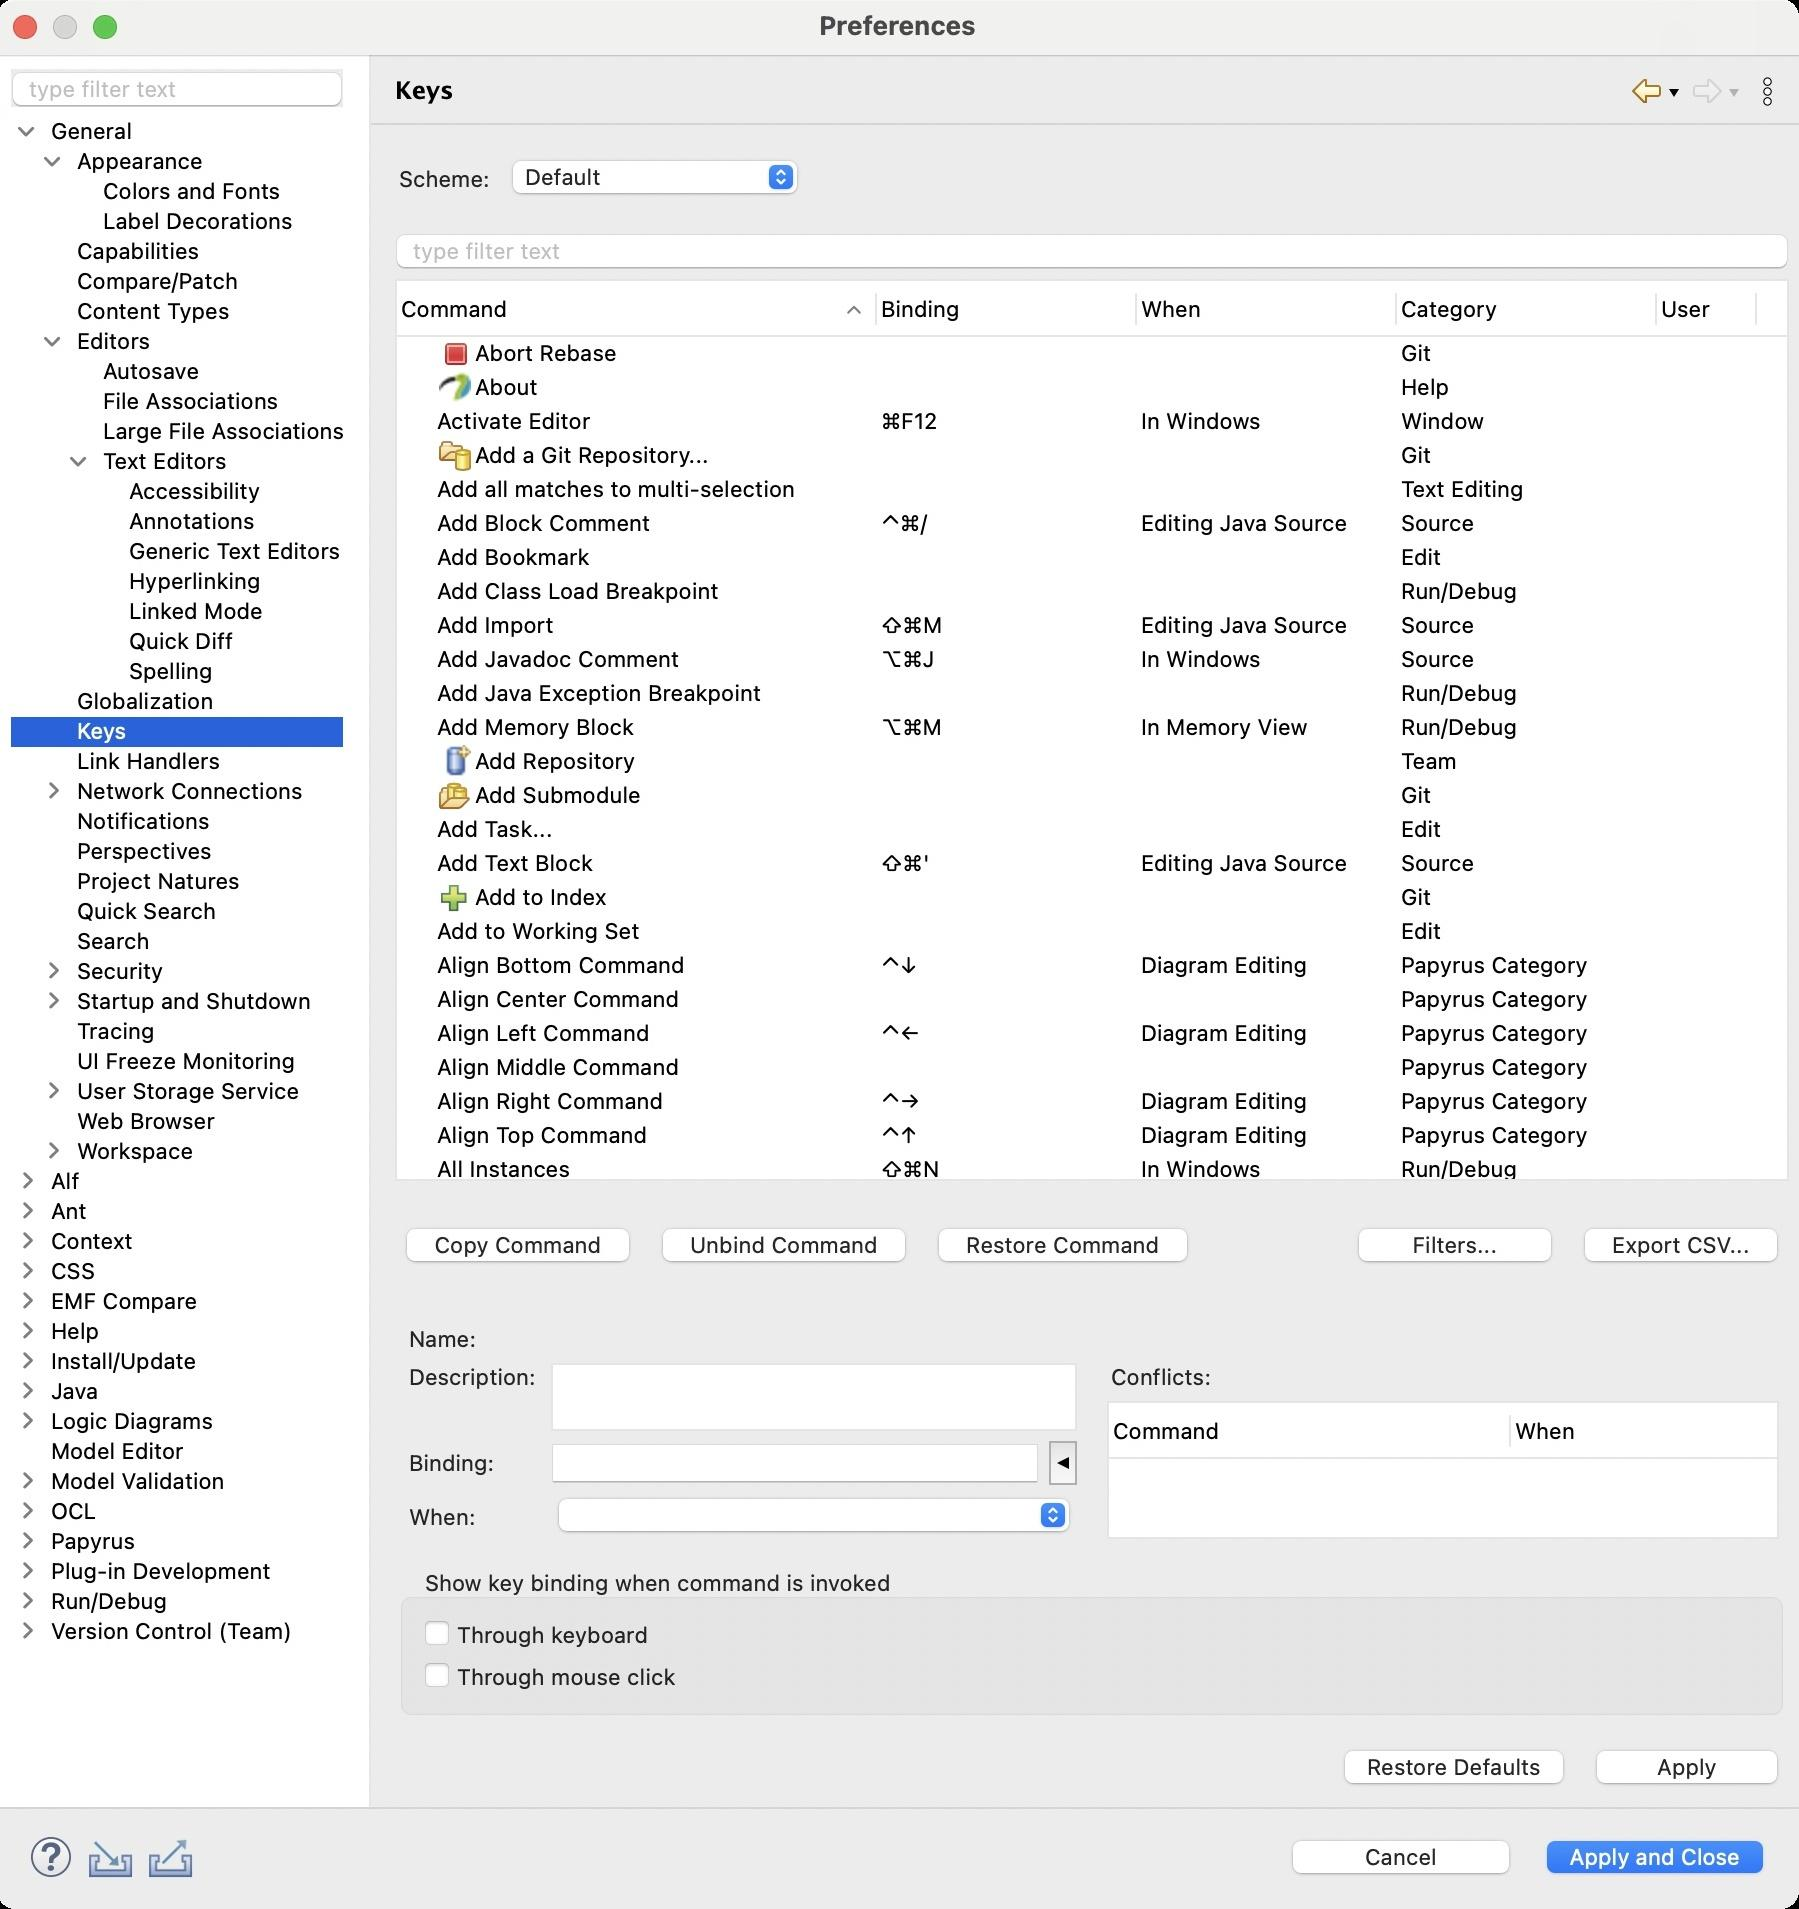
Accessibility tree:
{"name": "Preferences", "role": "AXWindow", "description": null, "role_description": "standard window", "value": null, "position": "480.00;95.00", "size": "901;955", "children": [{"name": "Apply_and_Close", "role": "AXButton", "description": null, "role_description": "button", "value": null, "position": "769.00;917.00", "size": "120;27", "children": []}, {"name": "Cancel", "role": "AXButton", "description": null, "role_description": "button", "value": null, "position": "642.00;917.00", "size": "120;27", "children": []}, {"name": null, "role": "AXToolbar", "description": null, "role_description": "toolbar", "value": null, "position": "12.00;915.00", "size": "90;30", "children": [{"name": "Help", "role": "AXCheckBox", "description": null, "role_description": "checkbox", "value": 0, "position": "12.00;915.00", "size": "30;30", "children": []}, {"name": "Import", "role": "AXButton", "description": null, "role_description": "button", "value": null, "position": "42.00;915.00", "size": "30;30", "children": []}, {"name": "Export", "role": "AXButton", "description": null, "role_description": "button", "value": null, "position": "72.00;915.00", "size": "30;30", "children": []}]}, {"name": null, "role": "AXScrollArea", "description": null, "role_description": "scroll area", "value": null, "position": "199.00;69.00", "size": "697;830", "children": [{"name": "Apply", "role": "AXButton", "description": null, "role_description": "button", "value": null, "position": "794.00;872.00", "size": "102;27", "children": []}, {"name": "Restore_Defaults", "role": "AXButton", "description": null, "role_description": "button", "value": null, "position": "668.00;872.00", "size": "121;27", "children": []}, {"name": null, "role": "AXGroup", "description": null, "role_description": "group", "value": null, "position": "199.00;785.00", "size": "697;77", "children": [{"name": "Through_mouse_click", "role": "AXCheckBox", "description": null, "role_description": "checkbox", "value": 0, "position": "213.00;831.00", "size": "131;16", "children": []}, {"name": "Through_keyboard", "role": "AXCheckBox", "description": null, "role_description": "checkbox", "value": 0, "position": "213.00;810.00", "size": "117;16", "children": []}, {"name": null, "role": "AXStaticText", "description": null, "role_description": "text", "value": "Show key binding when command is invoked", "position": "210.00;785.00", "size": "241;14", "children": []}]}, {"name": null, "role": "AXScrollArea", "description": null, "role_description": "scroll area", "value": null, "position": "555.00;701.00", "size": "336;69", "children": [{"name": null, "role": "AXTable", "description": null, "role_description": "table", "value": null, "position": "556.00;730.00", "size": "334;39", "children": [{"name": null, "role": "AXColumn", "description": null, "role_description": "column", "value": null, "position": "556.00;730.00", "size": "201;39", "children": []}, {"name": null, "role": "AXColumn", "description": null, "role_description": "column", "value": null, "position": "757.00;730.00", "size": "133;39", "children": []}, {"name": null, "role": "AXGroup", "description": null, "role_description": "group", "value": null, "position": "556.00;702.00", "size": "334;28", "children": [{"name": "Command", "role": "AXButton", "description": null, "role_description": "sort button", "value": null, "position": "556.00;702.00", "size": "201;28", "children": []}, {"name": "When", "role": "AXButton", "description": null, "role_description": "sort button", "value": null, "position": "757.00;702.00", "size": "133;28", "children": []}]}]}]}, {"name": null, "role": "AXStaticText", "description": null, "role_description": "text", "value": "Conflicts:", "position": "555.00;682.00", "size": "336;14", "children": []}, {"name": null, "role": "AXStaticText", "description": null, "role_description": "text", "value": "", "position": "555.00;663.00", "size": "4;14", "children": []}, {"name": null, "role": "AXPopUpButton", "description": null, "role_description": "pop up button", "value": null, "position": "277.00;748.00", "size": "263;22", "children": []}, {"name": null, "role": "AXStaticText", "description": null, "role_description": "text", "value": "When:", "position": "204.00;752.00", "size": "38;14", "children": []}, {"name": "", "role": "AXButton", "description": null, "role_description": "button", "value": null, "position": "526.00;721.00", "size": "14;22", "children": []}, {"name": null, "role": "AXTextField", "description": null, "role_description": "text field", "value": "", "position": "277.00;721.00", "size": "244;21", "children": []}, {"name": null, "role": "AXStaticText", "description": null, "role_description": "text", "value": "Binding:", "position": "204.00;725.00", "size": "47;14", "children": []}, {"name": null, "role": "AXScrollArea", "description": null, "role_description": "scroll area", "value": null, "position": "277.00;682.00", "size": "263;34", "children": [{"name": null, "role": "AXTextArea", "description": null, "role_description": "text entry area", "value": "", "position": "278.00;683.00", "size": "260;32", "children": []}]}, {"name": null, "role": "AXStaticText", "description": null, "role_description": "text", "value": "Description:", "position": "204.00;682.00", "size": "68;14", "children": []}, {"name": null, "role": "AXStaticText", "description": null, "role_description": "text", "value": "", "position": "277.00;663.00", "size": "263;14", "children": []}, {"name": null, "role": "AXStaticText", "description": null, "role_description": "text", "value": "Name:", "position": "204.00;663.00", "size": "38;14", "children": []}, {"name": "Export_CSV...", "role": "AXButton", "description": null, "role_description": "button", "value": null, "position": "788.00;611.00", "size": "108;27", "children": []}, {"name": "Filters...", "role": "AXButton", "description": null, "role_description": "button", "value": null, "position": "675.00;611.00", "size": "108;27", "children": []}, {"name": "Restore_Command", "role": "AXButton", "description": null, "role_description": "button", "value": null, "position": "465.00;611.00", "size": "136;27", "children": []}, {"name": "Unbind_Command", "role": "AXButton", "description": null, "role_description": "button", "value": null, "position": "327.00;611.00", "size": "133;27", "children": []}, {"name": "Copy_Command", "role": "AXButton", "description": null, "role_description": "button", "value": null, "position": "199.00;611.00", "size": "123;27", "children": []}, {"name": null, "role": "AXScrollArea", "description": null, "role_description": "scroll area", "value": null, "position": "199.00;140.00", "size": "697;451", "children": [{"name": null, "role": "AXOutline", "description": null, "role_description": "outline", "value": null, "position": "200.00;169.00", "size": "695;28985", "children": [{"name": null, "role": "AXRow", "description": null, "role_description": "outline row", "value": null, "position": "200.00;169.00", "size": "695;17", "children": [{"name": null, "role": "AXStaticText", "description": null, "role_description": "text", "value": "Abort Rebase", "position": "218.00;169.00", "size": "221;16", "children": []}, {"name": null, "role": "AXStaticText", "description": null, "role_description": "text", "value": "", "position": "440.00;169.00", "size": "129;16", "children": []}, {"name": null, "role": "AXStaticText", "description": null, "role_description": "text", "value": "", "position": "570.00;169.00", "size": "129;16", "children": []}, {"name": null, "role": "AXStaticText", "description": null, "role_description": "text", "value": "Git", "position": "700.00;169.00", "size": "129;16", "children": []}, {"name": null, "role": "AXStaticText", "description": null, "role_description": "text", "value": " ", "position": "830.00;169.00", "size": "49;16", "children": []}]}, {"name": null, "role": "AXRow", "description": null, "role_description": "outline row", "value": null, "position": "200.00;186.00", "size": "695;17", "children": [{"name": null, "role": "AXStaticText", "description": null, "role_description": "text", "value": "About", "position": "218.00;186.00", "size": "221;16", "children": []}, {"name": null, "role": "AXStaticText", "description": null, "role_description": "text", "value": "", "position": "440.00;186.00", "size": "129;16", "children": []}, {"name": null, "role": "AXStaticText", "description": null, "role_description": "text", "value": "", "position": "570.00;186.00", "size": "129;16", "children": []}, {"name": null, "role": "AXStaticText", "description": null, "role_description": "text", "value": "Help", "position": "700.00;186.00", "size": "129;16", "children": []}, {"name": null, "role": "AXStaticText", "description": null, "role_description": "text", "value": " ", "position": "830.00;186.00", "size": "49;16", "children": []}]}, {"name": null, "role": "AXRow", "description": null, "role_description": "outline row", "value": null, "position": "200.00;203.00", "size": "695;17", "children": [{"name": null, "role": "AXStaticText", "description": null, "role_description": "text", "value": "Activate Editor", "position": "218.00;203.00", "size": "221;16", "children": []}, {"name": null, "role": "AXStaticText", "description": null, "role_description": "text", "value": "⌘F12", "position": "440.00;203.00", "size": "129;16", "children": []}, {"name": null, "role": "AXStaticText", "description": null, "role_description": "text", "value": "In Windows", "position": "570.00;203.00", "size": "129;16", "children": []}, {"name": null, "role": "AXStaticText", "description": null, "role_description": "text", "value": "Window", "position": "700.00;203.00", "size": "129;16", "children": []}, {"name": null, "role": "AXStaticText", "description": null, "role_description": "text", "value": " ", "position": "830.00;203.00", "size": "49;16", "children": []}]}, {"name": null, "role": "AXRow", "description": null, "role_description": "outline row", "value": null, "position": "200.00;220.00", "size": "695;17", "children": [{"name": null, "role": "AXStaticText", "description": null, "role_description": "text", "value": "Add a Git Repository...", "position": "218.00;220.00", "size": "221;16", "children": []}, {"name": null, "role": "AXStaticText", "description": null, "role_description": "text", "value": "", "position": "440.00;220.00", "size": "129;16", "children": []}, {"name": null, "role": "AXStaticText", "description": null, "role_description": "text", "value": "", "position": "570.00;220.00", "size": "129;16", "children": []}, {"name": null, "role": "AXStaticText", "description": null, "role_description": "text", "value": "Git", "position": "700.00;220.00", "size": "129;16", "children": []}, {"name": null, "role": "AXStaticText", "description": null, "role_description": "text", "value": " ", "position": "830.00;220.00", "size": "49;16", "children": []}]}, {"name": null, "role": "AXRow", "description": null, "role_description": "outline row", "value": null, "position": "200.00;237.00", "size": "695;17", "children": [{"name": null, "role": "AXStaticText", "description": null, "role_description": "text", "value": "Add all matches to multi-selection", "position": "218.00;237.00", "size": "221;16", "children": []}, {"name": null, "role": "AXStaticText", "description": null, "role_description": "text", "value": "", "position": "440.00;237.00", "size": "129;16", "children": []}, {"name": null, "role": "AXStaticText", "description": null, "role_description": "text", "value": "", "position": "570.00;237.00", "size": "129;16", "children": []}, {"name": null, "role": "AXStaticText", "description": null, "role_description": "text", "value": "Text Editing", "position": "700.00;237.00", "size": "129;16", "children": []}, {"name": null, "role": "AXStaticText", "description": null, "role_description": "text", "value": " ", "position": "830.00;237.00", "size": "49;16", "children": []}]}, {"name": null, "role": "AXRow", "description": null, "role_description": "outline row", "value": null, "position": "200.00;254.00", "size": "695;17", "children": [{"name": null, "role": "AXStaticText", "description": null, "role_description": "text", "value": "Add Block Comment", "position": "218.00;254.00", "size": "221;16", "children": []}, {"name": null, "role": "AXStaticText", "description": null, "role_description": "text", "value": "⌃⌘/", "position": "440.00;254.00", "size": "129;16", "children": []}, {"name": null, "role": "AXStaticText", "description": null, "role_description": "text", "value": "Editing Java Source", "position": "570.00;254.00", "size": "129;16", "children": []}, {"name": null, "role": "AXStaticText", "description": null, "role_description": "text", "value": "Source", "position": "700.00;254.00", "size": "129;16", "children": []}, {"name": null, "role": "AXStaticText", "description": null, "role_description": "text", "value": " ", "position": "830.00;254.00", "size": "49;16", "children": []}]}, {"name": null, "role": "AXRow", "description": null, "role_description": "outline row", "value": null, "position": "200.00;271.00", "size": "695;17", "children": [{"name": null, "role": "AXStaticText", "description": null, "role_description": "text", "value": "Add Bookmark", "position": "218.00;271.00", "size": "221;16", "children": []}, {"name": null, "role": "AXStaticText", "description": null, "role_description": "text", "value": "", "position": "440.00;271.00", "size": "129;16", "children": []}, {"name": null, "role": "AXStaticText", "description": null, "role_description": "text", "value": "", "position": "570.00;271.00", "size": "129;16", "children": []}, {"name": null, "role": "AXStaticText", "description": null, "role_description": "text", "value": "Edit", "position": "700.00;271.00", "size": "129;16", "children": []}, {"name": null, "role": "AXStaticText", "description": null, "role_description": "text", "value": " ", "position": "830.00;271.00", "size": "49;16", "children": []}]}, {"name": null, "role": "AXRow", "description": null, "role_description": "outline row", "value": null, "position": "200.00;288.00", "size": "695;17", "children": [{"name": null, "role": "AXStaticText", "description": null, "role_description": "text", "value": "Add Class Load Breakpoint", "position": "218.00;288.00", "size": "221;16", "children": []}, {"name": null, "role": "AXStaticText", "description": null, "role_description": "text", "value": "", "position": "440.00;288.00", "size": "129;16", "children": []}, {"name": null, "role": "AXStaticText", "description": null, "role_description": "text", "value": "", "position": "570.00;288.00", "size": "129;16", "children": []}, {"name": null, "role": "AXStaticText", "description": null, "role_description": "text", "value": "Run/Debug", "position": "700.00;288.00", "size": "129;16", "children": []}, {"name": null, "role": "AXStaticText", "description": null, "role_description": "text", "value": " ", "position": "830.00;288.00", "size": "49;16", "children": []}]}, {"name": null, "role": "AXRow", "description": null, "role_description": "outline row", "value": null, "position": "200.00;305.00", "size": "695;17", "children": [{"name": null, "role": "AXStaticText", "description": null, "role_description": "text", "value": "Add Import", "position": "218.00;305.00", "size": "221;16", "children": []}, {"name": null, "role": "AXStaticText", "description": null, "role_description": "text", "value": "⇧⌘M", "position": "440.00;305.00", "size": "129;16", "children": []}, {"name": null, "role": "AXStaticText", "description": null, "role_description": "text", "value": "Editing Java Source", "position": "570.00;305.00", "size": "129;16", "children": []}, {"name": null, "role": "AXStaticText", "description": null, "role_description": "text", "value": "Source", "position": "700.00;305.00", "size": "129;16", "children": []}, {"name": null, "role": "AXStaticText", "description": null, "role_description": "text", "value": " ", "position": "830.00;305.00", "size": "49;16", "children": []}]}, {"name": null, "role": "AXRow", "description": null, "role_description": "outline row", "value": null, "position": "200.00;322.00", "size": "695;17", "children": [{"name": null, "role": "AXStaticText", "description": null, "role_description": "text", "value": "Add Javadoc Comment", "position": "218.00;322.00", "size": "221;16", "children": []}, {"name": null, "role": "AXStaticText", "description": null, "role_description": "text", "value": "⌥⌘J", "position": "440.00;322.00", "size": "129;16", "children": []}, {"name": null, "role": "AXStaticText", "description": null, "role_description": "text", "value": "In Windows", "position": "570.00;322.00", "size": "129;16", "children": []}, {"name": null, "role": "AXStaticText", "description": null, "role_description": "text", "value": "Source", "position": "700.00;322.00", "size": "129;16", "children": []}, {"name": null, "role": "AXStaticText", "description": null, "role_description": "text", "value": " ", "position": "830.00;322.00", "size": "49;16", "children": []}]}, {"name": null, "role": "AXRow", "description": null, "role_description": "outline row", "value": null, "position": "200.00;339.00", "size": "695;17", "children": [{"name": null, "role": "AXStaticText", "description": null, "role_description": "text", "value": "Add Java Exception Breakpoint", "position": "218.00;339.00", "size": "221;16", "children": []}, {"name": null, "role": "AXStaticText", "description": null, "role_description": "text", "value": "", "position": "440.00;339.00", "size": "129;16", "children": []}, {"name": null, "role": "AXStaticText", "description": null, "role_description": "text", "value": "", "position": "570.00;339.00", "size": "129;16", "children": []}, {"name": null, "role": "AXStaticText", "description": null, "role_description": "text", "value": "Run/Debug", "position": "700.00;339.00", "size": "129;16", "children": []}, {"name": null, "role": "AXStaticText", "description": null, "role_description": "text", "value": " ", "position": "830.00;339.00", "size": "49;16", "children": []}]}, {"name": null, "role": "AXRow", "description": null, "role_description": "outline row", "value": null, "position": "200.00;356.00", "size": "695;17", "children": [{"name": null, "role": "AXStaticText", "description": null, "role_description": "text", "value": "Add Memory Block", "position": "218.00;356.00", "size": "221;16", "children": []}, {"name": null, "role": "AXStaticText", "description": null, "role_description": "text", "value": "⌥⌘M", "position": "440.00;356.00", "size": "129;16", "children": []}, {"name": null, "role": "AXStaticText", "description": null, "role_description": "text", "value": "In Memory View", "position": "570.00;356.00", "size": "129;16", "children": []}, {"name": null, "role": "AXStaticText", "description": null, "role_description": "text", "value": "Run/Debug", "position": "700.00;356.00", "size": "129;16", "children": []}, {"name": null, "role": "AXStaticText", "description": null, "role_description": "text", "value": " ", "position": "830.00;356.00", "size": "49;16", "children": []}]}, {"name": null, "role": "AXRow", "description": null, "role_description": "outline row", "value": null, "position": "200.00;373.00", "size": "695;17", "children": [{"name": null, "role": "AXStaticText", "description": null, "role_description": "text", "value": "Add Repository", "position": "218.00;373.00", "size": "221;16", "children": []}, {"name": null, "role": "AXStaticText", "description": null, "role_description": "text", "value": "", "position": "440.00;373.00", "size": "129;16", "children": []}, {"name": null, "role": "AXStaticText", "description": null, "role_description": "text", "value": "", "position": "570.00;373.00", "size": "129;16", "children": []}, {"name": null, "role": "AXStaticText", "description": null, "role_description": "text", "value": "Team", "position": "700.00;373.00", "size": "129;16", "children": []}, {"name": null, "role": "AXStaticText", "description": null, "role_description": "text", "value": " ", "position": "830.00;373.00", "size": "49;16", "children": []}]}, {"name": null, "role": "AXRow", "description": null, "role_description": "outline row", "value": null, "position": "200.00;390.00", "size": "695;17", "children": [{"name": null, "role": "AXStaticText", "description": null, "role_description": "text", "value": "Add Submodule", "position": "218.00;390.00", "size": "221;16", "children": []}, {"name": null, "role": "AXStaticText", "description": null, "role_description": "text", "value": "", "position": "440.00;390.00", "size": "129;16", "children": []}, {"name": null, "role": "AXStaticText", "description": null, "role_description": "text", "value": "", "position": "570.00;390.00", "size": "129;16", "children": []}, {"name": null, "role": "AXStaticText", "description": null, "role_description": "text", "value": "Git", "position": "700.00;390.00", "size": "129;16", "children": []}, {"name": null, "role": "AXStaticText", "description": null, "role_description": "text", "value": " ", "position": "830.00;390.00", "size": "49;16", "children": []}]}, {"name": null, "role": "AXRow", "description": null, "role_description": "outline row", "value": null, "position": "200.00;407.00", "size": "695;17", "children": [{"name": null, "role": "AXStaticText", "description": null, "role_description": "text", "value": "Add Task...", "position": "218.00;407.00", "size": "221;16", "children": []}, {"name": null, "role": "AXStaticText", "description": null, "role_description": "text", "value": "", "position": "440.00;407.00", "size": "129;16", "children": []}, {"name": null, "role": "AXStaticText", "description": null, "role_description": "text", "value": "", "position": "570.00;407.00", "size": "129;16", "children": []}, {"name": null, "role": "AXStaticText", "description": null, "role_description": "text", "value": "Edit", "position": "700.00;407.00", "size": "129;16", "children": []}, {"name": null, "role": "AXStaticText", "description": null, "role_description": "text", "value": " ", "position": "830.00;407.00", "size": "49;16", "children": []}]}, {"name": null, "role": "AXRow", "description": null, "role_description": "outline row", "value": null, "position": "200.00;424.00", "size": "695;17", "children": [{"name": null, "role": "AXStaticText", "description": null, "role_description": "text", "value": "Add Text Block", "position": "218.00;424.00", "size": "221;16", "children": []}, {"name": null, "role": "AXStaticText", "description": null, "role_description": "text", "value": "⇧⌘'", "position": "440.00;424.00", "size": "129;16", "children": []}, {"name": null, "role": "AXStaticText", "description": null, "role_description": "text", "value": "Editing Java Source", "position": "570.00;424.00", "size": "129;16", "children": []}, {"name": null, "role": "AXStaticText", "description": null, "role_description": "text", "value": "Source", "position": "700.00;424.00", "size": "129;16", "children": []}, {"name": null, "role": "AXStaticText", "description": null, "role_description": "text", "value": " ", "position": "830.00;424.00", "size": "49;16", "children": []}]}, {"name": null, "role": "AXRow", "description": null, "role_description": "outline row", "value": null, "position": "200.00;441.00", "size": "695;17", "children": [{"name": null, "role": "AXStaticText", "description": null, "role_description": "text", "value": "Add to Index", "position": "218.00;441.00", "size": "221;16", "children": []}, {"name": null, "role": "AXStaticText", "description": null, "role_description": "text", "value": "", "position": "440.00;441.00", "size": "129;16", "children": []}, {"name": null, "role": "AXStaticText", "description": null, "role_description": "text", "value": "", "position": "570.00;441.00", "size": "129;16", "children": []}, {"name": null, "role": "AXStaticText", "description": null, "role_description": "text", "value": "Git", "position": "700.00;441.00", "size": "129;16", "children": []}, {"name": null, "role": "AXStaticText", "description": null, "role_description": "text", "value": " ", "position": "830.00;441.00", "size": "49;16", "children": []}]}, {"name": null, "role": "AXRow", "description": null, "role_description": "outline row", "value": null, "position": "200.00;458.00", "size": "695;17", "children": [{"name": null, "role": "AXStaticText", "description": null, "role_description": "text", "value": "Add to Working Set", "position": "218.00;458.00", "size": "221;16", "children": []}, {"name": null, "role": "AXStaticText", "description": null, "role_description": "text", "value": "", "position": "440.00;458.00", "size": "129;16", "children": []}, {"name": null, "role": "AXStaticText", "description": null, "role_description": "text", "value": "", "position": "570.00;458.00", "size": "129;16", "children": []}, {"name": null, "role": "AXStaticText", "description": null, "role_description": "text", "value": "Edit", "position": "700.00;458.00", "size": "129;16", "children": []}, {"name": null, "role": "AXStaticText", "description": null, "role_description": "text", "value": " ", "position": "830.00;458.00", "size": "49;16", "children": []}]}, {"name": null, "role": "AXRow", "description": null, "role_description": "outline row", "value": null, "position": "200.00;475.00", "size": "695;17", "children": [{"name": null, "role": "AXStaticText", "description": null, "role_description": "text", "value": "Align Bottom Command", "position": "218.00;475.00", "size": "221;16", "children": []}, {"name": null, "role": "AXStaticText", "description": null, "role_description": "text", "value": "⌃↓", "position": "440.00;475.00", "size": "129;16", "children": []}, {"name": null, "role": "AXStaticText", "description": null, "role_description": "text", "value": "Diagram Editing", "position": "570.00;475.00", "size": "129;16", "children": []}, {"name": null, "role": "AXStaticText", "description": null, "role_description": "text", "value": "Papyrus Category", "position": "700.00;475.00", "size": "129;16", "children": []}, {"name": null, "role": "AXStaticText", "description": null, "role_description": "text", "value": " ", "position": "830.00;475.00", "size": "49;16", "children": []}]}, {"name": null, "role": "AXRow", "description": null, "role_description": "outline row", "value": null, "position": "200.00;492.00", "size": "695;17", "children": [{"name": null, "role": "AXStaticText", "description": null, "role_description": "text", "value": "Align Center Command", "position": "218.00;492.00", "size": "221;16", "children": []}, {"name": null, "role": "AXStaticText", "description": null, "role_description": "text", "value": "", "position": "440.00;492.00", "size": "129;16", "children": []}, {"name": null, "role": "AXStaticText", "description": null, "role_description": "text", "value": "", "position": "570.00;492.00", "size": "129;16", "children": []}, {"name": null, "role": "AXStaticText", "description": null, "role_description": "text", "value": "Papyrus Category", "position": "700.00;492.00", "size": "129;16", "children": []}, {"name": null, "role": "AXStaticText", "description": null, "role_description": "text", "value": " ", "position": "830.00;492.00", "size": "49;16", "children": []}]}, {"name": null, "role": "AXRow", "description": null, "role_description": "outline row", "value": null, "position": "200.00;509.00", "size": "695;17", "children": [{"name": null, "role": "AXStaticText", "description": null, "role_description": "text", "value": "Align Left Command", "position": "218.00;509.00", "size": "221;16", "children": []}, {"name": null, "role": "AXStaticText", "description": null, "role_description": "text", "value": "⌃←", "position": "440.00;509.00", "size": "129;16", "children": []}, {"name": null, "role": "AXStaticText", "description": null, "role_description": "text", "value": "Diagram Editing", "position": "570.00;509.00", "size": "129;16", "children": []}, {"name": null, "role": "AXStaticText", "description": null, "role_description": "text", "value": "Papyrus Category", "position": "700.00;509.00", "size": "129;16", "children": []}, {"name": null, "role": "AXStaticText", "description": null, "role_description": "text", "value": " ", "position": "830.00;509.00", "size": "49;16", "children": []}]}, {"name": null, "role": "AXRow", "description": null, "role_description": "outline row", "value": null, "position": "200.00;526.00", "size": "695;17", "children": [{"name": null, "role": "AXStaticText", "description": null, "role_description": "text", "value": "Align Middle Command", "position": "218.00;526.00", "size": "221;16", "children": []}, {"name": null, "role": "AXStaticText", "description": null, "role_description": "text", "value": "", "position": "440.00;526.00", "size": "129;16", "children": []}, {"name": null, "role": "AXStaticText", "description": null, "role_description": "text", "value": "", "position": "570.00;526.00", "size": "129;16", "children": []}, {"name": null, "role": "AXStaticText", "description": null, "role_description": "text", "value": "Papyrus Category", "position": "700.00;526.00", "size": "129;16", "children": []}, {"name": null, "role": "AXStaticText", "description": null, "role_description": "text", "value": " ", "position": "830.00;526.00", "size": "49;16", "children": []}]}, {"name": null, "role": "AXRow", "description": null, "role_description": "outline row", "value": null, "position": "200.00;543.00", "size": "695;17", "children": [{"name": null, "role": "AXStaticText", "description": null, "role_description": "text", "value": "Align Right Command", "position": "218.00;543.00", "size": "221;16", "children": []}, {"name": null, "role": "AXStaticText", "description": null, "role_description": "text", "value": "⌃→", "position": "440.00;543.00", "size": "129;16", "children": []}, {"name": null, "role": "AXStaticText", "description": null, "role_description": "text", "value": "Diagram Editing", "position": "570.00;543.00", "size": "129;16", "children": []}, {"name": null, "role": "AXStaticText", "description": null, "role_description": "text", "value": "Papyrus Category", "position": "700.00;543.00", "size": "129;16", "children": []}, {"name": null, "role": "AXStaticText", "description": null, "role_description": "text", "value": " ", "position": "830.00;543.00", "size": "49;16", "children": []}]}, {"name": null, "role": "AXRow", "description": null, "role_description": "outline row", "value": null, "position": "200.00;560.00", "size": "695;17", "children": [{"name": null, "role": "AXStaticText", "description": null, "role_description": "text", "value": "Align Top Command", "position": "218.00;560.00", "size": "221;16", "children": []}, {"name": null, "role": "AXStaticText", "description": null, "role_description": "text", "value": "⌃↑", "position": "440.00;560.00", "size": "129;16", "children": []}, {"name": null, "role": "AXStaticText", "description": null, "role_description": "text", "value": "Diagram Editing", "position": "570.00;560.00", "size": "129;16", "children": []}, {"name": null, "role": "AXStaticText", "description": null, "role_description": "text", "value": "Papyrus Category", "position": "700.00;560.00", "size": "129;16", "children": []}, {"name": null, "role": "AXStaticText", "description": null, "role_description": "text", "value": " ", "position": "830.00;560.00", "size": "49;16", "children": []}]}, {"name": null, "role": "AXRow", "description": null, "role_description": "outline row", "value": null, "position": "200.00;577.00", "size": "695;17", "children": [{"name": null, "role": "AXStaticText", "description": null, "role_description": "text", "value": "All Instances", "position": "218.00;577.00", "size": "221;16", "children": []}, {"name": null, "role": "AXStaticText", "description": null, "role_description": "text", "value": "⇧⌘N", "position": "440.00;577.00", "size": "129;16", "children": []}, {"name": null, "role": "AXStaticText", "description": null, "role_description": "text", "value": "In Windows", "position": "570.00;577.00", "size": "129;16", "children": []}, {"name": null, "role": "AXStaticText", "description": null, "role_description": "text", "value": "Run/Debug", "position": "700.00;577.00", "size": "129;16", "children": []}, {"name": null, "role": "AXStaticText", "description": null, "role_description": "text", "value": " ", "position": "830.00;577.00", "size": "49;16", "children": []}]}, {"name": null, "role": "AXRow", "description": null, "role_description": "outline row", "value": null, "position": "200.00;594.00", "size": "695;17", "children": [{"name": null, "role": "AXStaticText", "description": null, "role_description": "text", "value": "All References", "position": "218.00;594.00", "size": "221;16", "children": []}, {"name": null, "role": "AXStaticText", "description": null, "role_description": "text", "value": "", "position": "440.00;594.00", "size": "129;16", "children": []}, {"name": null, "role": "AXStaticText", "description": null, "role_description": "text", "value": "", "position": "570.00;594.00", "size": "129;16", "children": []}, {"name": null, "role": "AXStaticText", "description": null, "role_description": "text", "value": "Run/Debug", "position": "700.00;594.00", "size": "129;16", "children": []}, {"name": null, "role": "AXStaticText", "description": null, "role_description": "text", "value": " ", "position": "830.00;594.00", "size": "49;16", "children": []}]}, {"name": null, "role": "AXRow", "description": null, "role_description": "outline row", "value": null, "position": "200.00;611.00", "size": "695;17", "children": [{"name": null, "role": "AXStaticText", "description": null, "role_description": "text", "value": "Annotate Class File", "position": "218.00;611.00", "size": "221;16", "children": []}, {"name": null, "role": "AXStaticText", "description": null, "role_description": "text", "value": "⌘1", "position": "440.00;611.00", "size": "129;16", "children": []}, {"name": null, "role": "AXStaticText", "description": null, "role_description": "text", "value": "Browsing attached Java Source", "position": "570.00;611.00", "size": "129;16", "children": []}, {"name": null, "role": "AXStaticText", "description": null, "role_description": "text", "value": "Source", "position": "700.00;611.00", "size": "129;16", "children": []}, {"name": null, "role": "AXStaticText", "description": null, "role_description": "text", "value": " ", "position": "830.00;611.00", "size": "49;16", "children": []}]}, {"name": null, "role": "AXRow", "description": null, "role_description": "outline row", "value": null, "position": "200.00;628.00", "size": "695;17", "children": [{"name": null, "role": "AXStaticText", "description": null, "role_description": "text", "value": "Apply a style", "position": "218.00;628.00", "size": "221;16", "children": []}, {"name": null, "role": "AXStaticText", "description": null, "role_description": "text", "value": "", "position": "440.00;628.00", "size": "129;16", "children": []}, {"name": null, "role": "AXStaticText", "description": null, "role_description": "text", "value": "", "position": "570.00;628.00", "size": "129;16", "children": []}, {"name": null, "role": "AXStaticText", "description": null, "role_description": "text", "value": "Papyrus Category", "position": "700.00;628.00", "size": "129;16", "children": []}, {"name": null, "role": "AXStaticText", "description": null, "role_description": "text", "value": " ", "position": "830.00;628.00", "size": "49;16", "children": []}]}, {"name": null, "role": "AXRow", "description": null, "role_description": "outline row", "value": null, "position": "200.00;645.00", "size": "695;17", "children": [{"name": null, "role": "AXStaticText", "description": null, "role_description": "text", "value": "Apply Patch", "position": "218.00;645.00", "size": "221;16", "children": []}, {"name": null, "role": "AXStaticText", "description": null, "role_description": "text", "value": "", "position": "440.00;645.00", "size": "129;16", "children": []}, {"name": null, "role": "AXStaticText", "description": null, "role_description": "text", "value": "", "position": "570.00;645.00", "size": "129;16", "children": []}, {"name": null, "role": "AXStaticText", "description": null, "role_description": "text", "value": "Git", "position": "700.00;645.00", "size": "129;16", "children": []}, {"name": null, "role": "AXStaticText", "description": null, "role_description": "text", "value": " ", "position": "830.00;645.00", "size": "49;16", "children": []}]}, {"name": null, "role": "AXRow", "description": null, "role_description": "outline row", "value": null, "position": "200.00;662.00", "size": "695;17", "children": [{"name": null, "role": "AXStaticText", "description": null, "role_description": "text", "value": "Apply Patch...", "position": "218.00;662.00", "size": "221;16", "children": []}, {"name": null, "role": "AXStaticText", "description": null, "role_description": "text", "value": "", "position": "440.00;662.00", "size": "129;16", "children": []}, {"name": null, "role": "AXStaticText", "description": null, "role_description": "text", "value": "", "position": "570.00;662.00", "size": "129;16", "children": []}, {"name": null, "role": "AXStaticText", "description": null, "role_description": "text", "value": "Version control (Team)", "position": "700.00;662.00", "size": "129;16", "children": []}, {"name": null, "role": "AXStaticText", "description": null, "role_description": "text", "value": " ", "position": "830.00;662.00", "size": "49;16", "children": []}]}, {"name": null, "role": "AXRow", "description": null, "role_description": "outline row", "value": null, "position": "200.00;679.00", "size": "695;17", "children": [{"name": null, "role": "AXStaticText", "description": null, "role_description": "text", "value": "Apply Script", "position": "218.00;679.00", "size": "221;16", "children": []}, {"name": null, "role": "AXStaticText", "description": null, "role_description": "text", "value": "", "position": "440.00;679.00", "size": "129;16", "children": []}, {"name": null, "role": "AXStaticText", "description": null, "role_description": "text", "value": "", "position": "570.00;679.00", "size": "129;16", "children": []}, {"name": null, "role": "AXStaticText", "description": null, "role_description": "text", "value": "Refactor - Java", "position": "700.00;679.00", "size": "129;16", "children": []}, {"name": null, "role": "AXStaticText", "description": null, "role_description": "text", "value": " ", "position": "830.00;679.00", "size": "49;16", "children": []}]}, {"name": null, "role": "AXRow", "description": null, "role_description": "outline row", "value": null, "position": "200.00;696.00", "size": "695;17", "children": [{"name": null, "role": "AXStaticText", "description": null, "role_description": "text", "value": "Apply Stashed Changes", "position": "218.00;696.00", "size": "221;16", "children": []}, {"name": null, "role": "AXStaticText", "description": null, "role_description": "text", "value": "", "position": "440.00;696.00", "size": "129;16", "children": []}, {"name": null, "role": "AXStaticText", "description": null, "role_description": "text", "value": "", "position": "570.00;696.00", "size": "129;16", "children": []}, {"name": null, "role": "AXStaticText", "description": null, "role_description": "text", "value": "Git", "position": "700.00;696.00", "size": "129;16", "children": []}, {"name": null, "role": "AXStaticText", "description": null, "role_description": "text", "value": " ", "position": "830.00;696.00", "size": "49;16", "children": []}]}, {"name": null, "role": "AXRow", "description": null, "role_description": "outline row", "value": null, "position": "200.00;713.00", "size": "695;17", "children": [{"name": null, "role": "AXStaticText", "description": null, "role_description": "text", "value": "Arrange All Command", "position": "218.00;713.00", "size": "221;16", "children": []}, {"name": null, "role": "AXStaticText", "description": null, "role_description": "text", "value": "", "position": "440.00;713.00", "size": "129;16", "children": []}, {"name": null, "role": "AXStaticText", "description": null, "role_description": "text", "value": "", "position": "570.00;713.00", "size": "129;16", "children": []}, {"name": null, "role": "AXStaticText", "description": null, "role_description": "text", "value": "Papyrus Category", "position": "700.00;713.00", "size": "129;16", "children": []}, {"name": null, "role": "AXStaticText", "description": null, "role_description": "text", "value": " ", "position": "830.00;713.00", "size": "49;16", "children": []}]}, {"name": null, "role": "AXRow", "description": null, "role_description": "outline row", "value": null, "position": "200.00;730.00", "size": "695;17", "children": [{"name": null, "role": "AXStaticText", "description": null, "role_description": "text", "value": "Arrange Selection Command", "position": "218.00;730.00", "size": "221;16", "children": []}, {"name": null, "role": "AXStaticText", "description": null, "role_description": "text", "value": "", "position": "440.00;730.00", "size": "129;16", "children": []}, {"name": null, "role": "AXStaticText", "description": null, "role_description": "text", "value": "", "position": "570.00;730.00", "size": "129;16", "children": []}, {"name": null, "role": "AXStaticText", "description": null, "role_description": "text", "value": "Papyrus Category", "position": "700.00;730.00", "size": "129;16", "children": []}, {"name": null, "role": "AXStaticText", "description": null, "role_description": "text", "value": " ", "position": "830.00;730.00", "size": "49;16", "children": []}]}, {"name": null, "role": "AXRow", "description": null, "role_description": "outline row", "value": null, "position": "200.00;747.00", "size": "695;17", "children": [{"name": null, "role": "AXStaticText", "description": null, "role_description": "text", "value": "Assume Unchanged", "position": "218.00;747.00", "size": "221;16", "children": []}, {"name": null, "role": "AXStaticText", "description": null, "role_description": "text", "value": "", "position": "440.00;747.00", "size": "129;16", "children": []}, {"name": null, "role": "AXStaticText", "description": null, "role_description": "text", "value": "", "position": "570.00;747.00", "size": "129;16", "children": []}, {"name": null, "role": "AXStaticText", "description": null, "role_description": "text", "value": "Git", "position": "700.00;747.00", "size": "129;16", "children": []}, {"name": null, "role": "AXStaticText", "description": null, "role_description": "text", "value": " ", "position": "830.00;747.00", "size": "49;16", "children": []}]}, {"name": null, "role": "AXRow", "description": null, "role_description": "outline row", "value": null, "position": "200.00;764.00", "size": "695;17", "children": [{"name": null, "role": "AXStaticText", "description": null, "role_description": "text", "value": "Attach Tick", "position": "218.00;764.00", "size": "221;16", "children": []}, {"name": null, "role": "AXStaticText", "description": null, "role_description": "text", "value": "⌘F10", "position": "440.00;764.00", "size": "129;16", "children": []}, {"name": null, "role": "AXStaticText", "description": null, "role_description": "text", "value": "In Papyrus UML Timing Diagram Editor", "position": "570.00;764.00", "size": "129;16", "children": []}, {"name": null, "role": "AXStaticText", "description": null, "role_description": "text", "value": "Papyrus Category", "position": "700.00;764.00", "size": "129;16", "children": []}, {"name": null, "role": "AXStaticText", "description": null, "role_description": "text", "value": " ", "position": "830.00;764.00", "size": "49;16", "children": []}]}, {"name": null, "role": "AXRow", "description": null, "role_description": "outline row", "value": null, "position": "200.00;781.00", "size": "695;17", "children": [{"name": null, "role": "AXStaticText", "description": null, "role_description": "text", "value": "Auto Resize Cell Height", "position": "218.00;781.00", "size": "221;16", "children": []}, {"name": null, "role": "AXStaticText", "description": null, "role_description": "text", "value": "", "position": "440.00;781.00", "size": "129;16", "children": []}, {"name": null, "role": "AXStaticText", "description": null, "role_description": "text", "value": "", "position": "570.00;781.00", "size": "129;16", "children": []}, {"name": null, "role": "AXStaticText", "description": null, "role_description": "text", "value": "Papyrus Nattable Widget Category", "position": "700.00;781.00", "size": "129;16", "children": []}, {"name": null, "role": "AXStaticText", "description": null, "role_description": "text", "value": " ", "position": "830.00;781.00", "size": "49;16", "children": []}]}, {"name": null, "role": "AXRow", "description": null, "role_description": "outline row", "value": null, "position": "200.00;798.00", "size": "695;17", "children": [{"name": null, "role": "AXStaticText", "description": null, "role_description": "text", "value": "AutoResize Column", "position": "218.00;798.00", "size": "221;16", "children": []}, {"name": null, "role": "AXStaticText", "description": null, "role_description": "text", "value": "", "position": "440.00;798.00", "size": "129;16", "children": []}, {"name": null, "role": "AXStaticText", "description": null, "role_description": "text", "value": "", "position": "570.00;798.00", "size": "129;16", "children": []}, {"name": null, "role": "AXStaticText", "description": null, "role_description": "text", "value": "NatTable Columns Category", "position": "700.00;798.00", "size": "129;16", "children": []}, {"name": null, "role": "AXStaticText", "description": null, "role_description": "text", "value": " ", "position": "830.00;798.00", "size": "49;16", "children": []}]}, {"name": null, "role": "AXRow", "description": null, "role_description": "outline row", "value": null, "position": "200.00;815.00", "size": "695;17", "children": [{"name": null, "role": "AXStaticText", "description": null, "role_description": "text", "value": "AutoResize Row", "position": "218.00;815.00", "size": "221;16", "children": []}, {"name": null, "role": "AXStaticText", "description": null, "role_description": "text", "value": "", "position": "440.00;815.00", "size": "129;16", "children": []}, {"name": null, "role": "AXStaticText", "description": null, "role_description": "text", "value": "", "position": "570.00;815.00", "size": "129;16", "children": []}, {"name": null, "role": "AXStaticText", "description": null, "role_description": "text", "value": "NatTable Rows Catgerory", "position": "700.00;815.00", "size": "129;16", "children": []}, {"name": null, "role": "AXStaticText", "description": null, "role_description": "text", "value": " ", "position": "830.00;815.00", "size": "49;16", "children": []}]}, {"name": null, "role": "AXRow", "description": null, "role_description": "outline row", "value": null, "position": "200.00;832.00", "size": "695;17", "children": [{"name": null, "role": "AXStaticText", "description": null, "role_description": "text", "value": "Auto Size", "position": "218.00;832.00", "size": "221;16", "children": []}, {"name": null, "role": "AXStaticText", "description": null, "role_description": "text", "value": "", "position": "440.00;832.00", "size": "129;16", "children": []}, {"name": null, "role": "AXStaticText", "description": null, "role_description": "text", "value": "", "position": "570.00;832.00", "size": "129;16", "children": []}, {"name": null, "role": "AXStaticText", "description": null, "role_description": "text", "value": "Papyrus Category", "position": "700.00;832.00", "size": "129;16", "children": []}, {"name": null, "role": "AXStaticText", "description": null, "role_description": "text", "value": " ", "position": "830.00;832.00", "size": "49;16", "children": []}]}, {"name": null, "role": "AXRow", "description": null, "role_description": "outline row", "value": null, "position": "200.00;849.00", "size": "695;17", "children": [{"name": null, "role": "AXStaticText", "description": null, "role_description": "text", "value": "Autosize Columns", "position": "218.00;849.00", "size": "221;16", "children": []}, {"name": null, "role": "AXStaticText", "description": null, "role_description": "text", "value": "", "position": "440.00;849.00", "size": "129;16", "children": []}, {"name": null, "role": "AXStaticText", "description": null, "role_description": "text", "value": "", "position": "570.00;849.00", "size": "129;16", "children": []}, {"name": null, "role": "AXStaticText", "description": null, "role_description": "text", "value": "Application Category", "position": "700.00;849.00", "size": "129;16", "children": []}, {"name": null, "role": "AXStaticText", "description": null, "role_description": "text", "value": " ", "position": "830.00;849.00", "size": "49;16", "children": []}]}, {"name": null, "role": "AXRow", "description": null, "role_description": "outline row", "value": null, "position": "200.00;866.00", "size": "695;17", "children": [{"name": null, "role": "AXStaticText", "description": null, "role_description": "text", "value": "Back", "position": "218.00;866.00", "size": "221;16", "children": []}, {"name": null, "role": "AXStaticText", "description": null, "role_description": "text", "value": "", "position": "440.00;866.00", "size": "129;16", "children": []}, {"name": null, "role": "AXStaticText", "description": null, "role_description": "text", "value": "", "position": "570.00;866.00", "size": "129;16", "children": []}, {"name": null, "role": "AXStaticText", "description": null, "role_description": "text", "value": "Navigate", "position": "700.00;866.00", "size": "129;16", "children": []}, {"name": null, "role": "AXStaticText", "description": null, "role_description": "text", "value": " ", "position": "830.00;866.00", "size": "49;16", "children": []}]}, {"name": null, "role": "AXRow", "description": null, "role_description": "outline row", "value": null, "position": "200.00;883.00", "size": "695;17", "children": [{"name": null, "role": "AXStaticText", "description": null, "role_description": "text", "value": "Backward History", "position": "218.00;883.00", "size": "221;16", "children": []}, {"name": null, "role": "AXStaticText", "description": null, "role_description": "text", "value": "⌘[", "position": "440.00;883.00", "size": "129;16", "children": []}, {"name": null, "role": "AXStaticText", "description": null, "role_description": "text", "value": "In Windows", "position": "570.00;883.00", "size": "129;16", "children": []}, {"name": null, "role": "AXStaticText", "description": null, "role_description": "text", "value": "Navigate", "position": "700.00;883.00", "size": "129;16", "children": []}, {"name": null, "role": "AXStaticText", "description": null, "role_description": "text", "value": " ", "position": "830.00;883.00", "size": "49;16", "children": []}]}, {"name": null, "role": "AXRow", "description": null, "role_description": "outline row", "value": null, "position": "200.00;900.00", "size": "695;17", "children": [{"name": null, "role": "AXStaticText", "description": null, "role_description": "text", "value": "Backward History", "position": "218.00;900.00", "size": "221;16", "children": []}, {"name": null, "role": "AXStaticText", "description": null, "role_description": "text", "value": "⌥⌘←", "position": "440.00;900.00", "size": "129;16", "children": []}, {"name": null, "role": "AXStaticText", "description": null, "role_description": "text", "value": "In Windows", "position": "570.00;900.00", "size": "129;16", "children": []}, {"name": null, "role": "AXStaticText", "description": null, "role_description": "text", "value": "Navigate", "position": "700.00;900.00", "size": "129;16", "children": []}, {"name": null, "role": "AXStaticText", "description": null, "role_description": "text", "value": " ", "position": "830.00;900.00", "size": "49;16", "children": []}]}, {"name": null, "role": "AXRow", "description": null, "role_description": "outline row", "value": null, "position": "200.00;917.00", "size": "695;17", "children": [{"name": null, "role": "AXStaticText", "description": null, "role_description": "text", "value": "Branch", "position": "218.00;917.00", "size": "221;16", "children": []}, {"name": null, "role": "AXStaticText", "description": null, "role_description": "text", "value": "", "position": "440.00;917.00", "size": "129;16", "children": []}, {"name": null, "role": "AXStaticText", "description": null, "role_description": "text", "value": "", "position": "570.00;917.00", "size": "129;16", "children": []}, {"name": null, "role": "AXStaticText", "description": null, "role_description": "text", "value": "Git", "position": "700.00;917.00", "size": "129;16", "children": []}, {"name": null, "role": "AXStaticText", "description": null, "role_description": "text", "value": " ", "position": "830.00;917.00", "size": "49;16", "children": []}]}, {"name": null, "role": "AXRow", "description": null, "role_description": "outline row", "value": null, "position": "200.00;934.00", "size": "695;17", "children": [{"name": null, "role": "AXStaticText", "description": null, "role_description": "text", "value": "Bring All to Front", "position": "218.00;934.00", "size": "221;16", "children": []}, {"name": null, "role": "AXStaticText", "description": null, "role_description": "text", "value": "", "position": "440.00;934.00", "size": "129;16", "children": []}, {"name": null, "role": "AXStaticText", "description": null, "role_description": "text", "value": "", "position": "570.00;934.00", "size": "129;16", "children": []}, {"name": null, "role": "AXStaticText", "description": null, "role_description": "text", "value": "Window", "position": "700.00;934.00", "size": "129;16", "children": []}, {"name": null, "role": "AXStaticText", "description": null, "role_description": "text", "value": " ", "position": "830.00;934.00", "size": "49;16", "children": []}]}, {"name": null, "role": "AXRow", "description": null, "role_description": "outline row", "value": null, "position": "200.00;951.00", "size": "695;17", "children": [{"name": null, "role": "AXStaticText", "description": null, "role_description": "text", "value": "Bring forward the selection", "position": "218.00;951.00", "size": "221;16", "children": []}, {"name": null, "role": "AXStaticText", "description": null, "role_description": "text", "value": "", "position": "440.00;951.00", "size": "129;16", "children": []}, {"name": null, "role": "AXStaticText", "description": null, "role_description": "text", "value": "", "position": "570.00;951.00", "size": "129;16", "children": []}, {"name": null, "role": "AXStaticText", "description": null, "role_description": "text", "value": "Papyrus Category", "position": "700.00;951.00", "size": "129;16", "children": []}, {"name": null, "role": "AXStaticText", "description": null, "role_description": "text", "value": " ", "position": "830.00;951.00", "size": "49;16", "children": []}]}, {"name": null, "role": "AXRow", "description": null, "role_description": "outline row", "value": null, "position": "200.00;968.00", "size": "695;17", "children": [{"name": null, "role": "AXStaticText", "description": null, "role_description": "text", "value": "Bring to front the selection", "position": "218.00;968.00", "size": "221;16", "children": []}, {"name": null, "role": "AXStaticText", "description": null, "role_description": "text", "value": "", "position": "440.00;968.00", "size": "129;16", "children": []}, {"name": null, "role": "AXStaticText", "description": null, "role_description": "text", "value": "", "position": "570.00;968.00", "size": "129;16", "children": []}, {"name": null, "role": "AXStaticText", "description": null, "role_description": "text", "value": "Papyrus Category", "position": "700.00;968.00", "size": "129;16", "children": []}, {"name": null, "role": "AXStaticText", "description": null, "role_description": "text", "value": " ", "position": "830.00;968.00", "size": "49;16", "children": []}]}, {"name": null, "role": "AXRow", "description": null, "role_description": "outline row", "value": null, "position": "200.00;985.00", "size": "695;17", "children": [{"name": null, "role": "AXStaticText", "description": null, "role_description": "text", "value": "Build All", "position": "218.00;985.00", "size": "221;16", "children": []}, {"name": null, "role": "AXStaticText", "description": null, "role_description": "text", "value": "⌘B", "position": "440.00;985.00", "size": "129;16", "children": []}, {"name": null, "role": "AXStaticText", "description": null, "role_description": "text", "value": "In Windows", "position": "570.00;985.00", "size": "129;16", "children": []}, {"name": null, "role": "AXStaticText", "description": null, "role_description": "text", "value": "Project", "position": "700.00;985.00", "size": "129;16", "children": []}, {"name": null, "role": "AXStaticText", "description": null, "role_description": "text", "value": " ", "position": "830.00;985.00", "size": "49;16", "children": []}]}, {"name": null, "role": "AXRow", "description": null, "role_description": "outline row", "value": null, "position": "200.00;1002.00", "size": "695;17", "children": [{"name": null, "role": "AXStaticText", "description": null, "role_description": "text", "value": "Build Automatically", "position": "218.00;1002.00", "size": "221;16", "children": []}, {"name": null, "role": "AXStaticText", "description": null, "role_description": "text", "value": "", "position": "440.00;1002.00", "size": "129;16", "children": []}, {"name": null, "role": "AXStaticText", "description": null, "role_description": "text", "value": "", "position": "570.00;1002.00", "size": "129;16", "children": []}, {"name": null, "role": "AXStaticText", "description": null, "role_description": "text", "value": "Project", "position": "700.00;1002.00", "size": "129;16", "children": []}, {"name": null, "role": "AXStaticText", "description": null, "role_description": "text", "value": " ", "position": "830.00;1002.00", "size": "49;16", "children": []}]}, {"name": null, "role": "AXRow", "description": null, "role_description": "outline row", "value": null, "position": "200.00;1019.00", "size": "695;17", "children": [{"name": null, "role": "AXStaticText", "description": null, "role_description": "text", "value": "Build Clean", "position": "218.00;1019.00", "size": "221;16", "children": []}, {"name": null, "role": "AXStaticText", "description": null, "role_description": "text", "value": "", "position": "440.00;1019.00", "size": "129;16", "children": []}, {"name": null, "role": "AXStaticText", "description": null, "role_description": "text", "value": "", "position": "570.00;1019.00", "size": "129;16", "children": []}, {"name": null, "role": "AXStaticText", "description": null, "role_description": "text", "value": "Project", "position": "700.00;1019.00", "size": "129;16", "children": []}, {"name": null, "role": "AXStaticText", "description": null, "role_description": "text", "value": " ", "position": "830.00;1019.00", "size": "49;16", "children": []}]}, {"name": null, "role": "AXRow", "description": null, "role_description": "outline row", "value": null, "position": "200.00;1036.00", "size": "695;17", "children": [{"name": null, "role": "AXStaticText", "description": null, "role_description": "text", "value": "Build Project", "position": "218.00;1036.00", "size": "221;16", "children": []}, {"name": null, "role": "AXStaticText", "description": null, "role_description": "text", "value": "", "position": "440.00;1036.00", "size": "129;16", "children": []}, {"name": null, "role": "AXStaticText", "description": null, "role_description": "text", "value": "", "position": "570.00;1036.00", "size": "129;16", "children": []}, {"name": null, "role": "AXStaticText", "description": null, "role_description": "text", "value": "Project", "position": "700.00;1036.00", "size": "129;16", "children": []}, {"name": null, "role": "AXStaticText", "description": null, "role_description": "text", "value": " ", "position": "830.00;1036.00", "size": "49;16", "children": []}]}, {"name": null, "role": "AXRow", "description": null, "role_description": "outline row", "value": null, "position": "200.00;1053.00", "size": "695;17", "children": [{"name": null, "role": "AXStaticText", "description": null, "role_description": "text", "value": "Change Credentials", "position": "218.00;1053.00", "size": "221;16", "children": []}, {"name": null, "role": "AXStaticText", "description": null, "role_description": "text", "value": "", "position": "440.00;1053.00", "size": "129;16", "children": []}, {"name": null, "role": "AXStaticText", "description": null, "role_description": "text", "value": "", "position": "570.00;1053.00", "size": "129;16", "children": []}, {"name": null, "role": "AXStaticText", "description": null, "role_description": "text", "value": "Git", "position": "700.00;1053.00", "size": "129;16", "children": []}, {"name": null, "role": "AXStaticText", "description": null, "role_description": "text", "value": " ", "position": "830.00;1053.00", "size": "49;16", "children": []}]}, {"name": null, "role": "AXRow", "description": null, "role_description": "outline row", "value": null, "position": "200.00;1070.00", "size": "695;17", "children": [{"name": null, "role": "AXStaticText", "description": null, "role_description": "text", "value": "Change Method Signature", "position": "218.00;1070.00", "size": "221;16", "children": []}, {"name": null, "role": "AXStaticText", "description": null, "role_description": "text", "value": "⌥⌘C", "position": "440.00;1070.00", "size": "129;16", "children": []}, {"name": null, "role": "AXStaticText", "description": null, "role_description": "text", "value": "In Windows", "position": "570.00;1070.00", "size": "129;16", "children": []}, {"name": null, "role": "AXStaticText", "description": null, "role_description": "text", "value": "Refactor - Java", "position": "700.00;1070.00", "size": "129;16", "children": []}, {"name": null, "role": "AXStaticText", "description": null, "role_description": "text", "value": " ", "position": "830.00;1070.00", "size": "49;16", "children": []}]}, {"name": null, "role": "AXRow", "description": null, "role_description": "outline row", "value": null, "position": "200.00;1087.00", "size": "695;17", "children": [{"name": null, "role": "AXStaticText", "description": null, "role_description": "text", "value": "Check Out", "position": "218.00;1087.00", "size": "221;16", "children": []}, {"name": null, "role": "AXStaticText", "description": null, "role_description": "text", "value": "", "position": "440.00;1087.00", "size": "129;16", "children": []}, {"name": null, "role": "AXStaticText", "description": null, "role_description": "text", "value": "", "position": "570.00;1087.00", "size": "129;16", "children": []}, {"name": null, "role": "AXStaticText", "description": null, "role_description": "text", "value": "Git", "position": "700.00;1087.00", "size": "129;16", "children": []}, {"name": null, "role": "AXStaticText", "description": null, "role_description": "text", "value": " ", "position": "830.00;1087.00", "size": "49;16", "children": []}]}, {"name": null, "role": "AXRow", "description": null, "role_description": "outline row", "value": null, "position": "200.00;1104.00", "size": "695;17", "children": [{"name": null, "role": "AXStaticText", "description": null, "role_description": "text", "value": "Check Out This Version", "position": "218.00;1104.00", "size": "221;16", "children": []}, {"name": null, "role": "AXStaticText", "description": null, "role_description": "text", "value": "", "position": "440.00;1104.00", "size": "129;16", "children": []}, {"name": null, "role": "AXStaticText", "description": null, "role_description": "text", "value": "", "position": "570.00;1104.00", "size": "129;16", "children": []}, {"name": null, "role": "AXStaticText", "description": null, "role_description": "text", "value": "Git", "position": "700.00;1104.00", "size": "129;16", "children": []}, {"name": null, "role": "AXStaticText", "description": null, "role_description": "text", "value": " ", "position": "830.00;1104.00", "size": "49;16", "children": []}]}, {"name": null, "role": "AXRow", "description": null, "role_description": "outline row", "value": null, "position": "200.00;1121.00", "size": "695;17", "children": [{"name": null, "role": "AXStaticText", "description": null, "role_description": "text", "value": "Cherry Pick", "position": "218.00;1121.00", "size": "221;16", "children": []}, {"name": null, "role": "AXStaticText", "description": null, "role_description": "text", "value": "", "position": "440.00;1121.00", "size": "129;16", "children": []}, {"name": null, "role": "AXStaticText", "description": null, "role_description": "text", "value": "", "position": "570.00;1121.00", "size": "129;16", "children": []}, {"name": null, "role": "AXStaticText", "description": null, "role_description": "text", "value": "Git", "position": "700.00;1121.00", "size": "129;16", "children": []}, {"name": null, "role": "AXStaticText", "description": null, "role_description": "text", "value": " ", "position": "830.00;1121.00", "size": "49;16", "children": []}]}, {"name": null, "role": "AXRow", "description": null, "role_description": "outline row", "value": null, "position": "200.00;1138.00", "size": "695;17", "children": [{"name": null, "role": "AXStaticText", "description": null, "role_description": "text", "value": "Clean...", "position": "218.00;1138.00", "size": "221;16", "children": []}, {"name": null, "role": "AXStaticText", "description": null, "role_description": "text", "value": "", "position": "440.00;1138.00", "size": "129;16", "children": []}, {"name": null, "role": "AXStaticText", "description": null, "role_description": "text", "value": "", "position": "570.00;1138.00", "size": "129;16", "children": []}, {"name": null, "role": "AXStaticText", "description": null, "role_description": "text", "value": "Git", "position": "700.00;1138.00", "size": "129;16", "children": []}, {"name": null, "role": "AXStaticText", "description": null, "role_description": "text", "value": " ", "position": "830.00;1138.00", "size": "49;16", "children": []}]}, {"name": null, "role": "AXRow", "description": null, "role_description": "outline row", "value": null, "position": "200.00;1155.00", "size": "695;17", "children": [{"name": null, "role": "AXStaticText", "description": null, "role_description": "text", "value": "Clean Diagram", "position": "218.00;1155.00", "size": "221;16", "children": []}, {"name": null, "role": "AXStaticText", "description": null, "role_description": "text", "value": "", "position": "440.00;1155.00", "size": "129;16", "children": []}, {"name": null, "role": "AXStaticText", "description": null, "role_description": "text", "value": "", "position": "570.00;1155.00", "size": "129;16", "children": []}, {"name": null, "role": "AXStaticText", "description": null, "role_description": "text", "value": "Papyrus Category", "position": "700.00;1155.00", "size": "129;16", "children": []}, {"name": null, "role": "AXStaticText", "description": null, "role_description": "text", "value": " ", "position": "830.00;1155.00", "size": "49;16", "children": []}]}, {"name": null, "role": "AXRow", "description": null, "role_description": "outline row", "value": null, "position": "200.00;1172.00", "size": "695;17", "children": [{"name": null, "role": "AXStaticText", "description": null, "role_description": "text", "value": "Clean Up", "position": "218.00;1172.00", "size": "221;16", "children": []}, {"name": null, "role": "AXStaticText", "description": null, "role_description": "text", "value": "", "position": "440.00;1172.00", "size": "129;16", "children": []}, {"name": null, "role": "AXStaticText", "description": null, "role_description": "text", "value": "", "position": "570.00;1172.00", "size": "129;16", "children": []}, {"name": null, "role": "AXStaticText", "description": null, "role_description": "text", "value": "Source", "position": "700.00;1172.00", "size": "129;16", "children": []}, {"name": null, "role": "AXStaticText", "description": null, "role_description": "text", "value": " ", "position": "830.00;1172.00", "size": "49;16", "children": []}]}, {"name": null, "role": "AXRow", "description": null, "role_description": "outline row", "value": null, "position": "200.00;1189.00", "size": "695;17", "children": [{"name": null, "role": "AXStaticText", "description": null, "role_description": "text", "value": "Clear Console", "position": "218.00;1189.00", "size": "221;16", "children": []}, {"name": null, "role": "AXStaticText", "description": null, "role_description": "text", "value": "", "position": "440.00;1189.00", "size": "129;16", "children": []}, {"name": null, "role": "AXStaticText", "description": null, "role_description": "text", "value": "", "position": "570.00;1189.00", "size": "129;16", "children": []}, {"name": null, "role": "AXStaticText", "description": null, "role_description": "text", "value": "Edit", "position": "700.00;1189.00", "size": "129;16", "children": []}, {"name": null, "role": "AXStaticText", "description": null, "role_description": "text", "value": " ", "position": "830.00;1189.00", "size": "49;16", "children": []}]}, {"name": null, "role": "AXRow", "description": null, "role_description": "outline row", "value": null, "position": "200.00;1206.00", "size": "695;17", "children": [{"name": null, "role": "AXStaticText", "description": null, "role_description": "text", "value": "Clear Credentials", "position": "218.00;1206.00", "size": "221;16", "children": []}, {"name": null, "role": "AXStaticText", "description": null, "role_description": "text", "value": "", "position": "440.00;1206.00", "size": "129;16", "children": []}, {"name": null, "role": "AXStaticText", "description": null, "role_description": "text", "value": "", "position": "570.00;1206.00", "size": "129;16", "children": []}, {"name": null, "role": "AXStaticText", "description": null, "role_description": "text", "value": "Git", "position": "700.00;1206.00", "size": "129;16", "children": []}, {"name": null, "role": "AXStaticText", "description": null, "role_description": "text", "value": " ", "position": "830.00;1206.00", "size": "49;16", "children": []}]}, {"name": null, "role": "AXRow", "description": null, "role_description": "outline row", "value": null, "position": "200.00;1223.00", "size": "695;17", "children": [{"name": null, "role": "AXStaticText", "description": null, "role_description": "text", "value": "Clear Mark", "position": "218.00;1223.00", "size": "221;16", "children": []}, {"name": null, "role": "AXStaticText", "description": null, "role_description": "text", "value": "", "position": "440.00;1223.00", "size": "129;16", "children": []}, {"name": null, "role": "AXStaticText", "description": null, "role_description": "text", "value": "", "position": "570.00;1223.00", "size": "129;16", "children": []}, {"name": null, "role": "AXStaticText", "description": null, "role_description": "text", "value": "Text Editing", "position": "700.00;1223.00", "size": "129;16", "children": []}, {"name": null, "role": "AXStaticText", "description": null, "role_description": "text", "value": " ", "position": "830.00;1223.00", "size": "49;16", "children": []}]}, {"name": null, "role": "AXRow", "description": null, "role_description": "outline row", "value": null, "position": "200.00;1240.00", "size": "695;17", "children": [{"name": null, "role": "AXStaticText", "description": null, "role_description": "text", "value": "Clone a Git Repository...", "position": "218.00;1240.00", "size": "221;16", "children": []}, {"name": null, "role": "AXStaticText", "description": null, "role_description": "text", "value": "", "position": "440.00;1240.00", "size": "129;16", "children": []}, {"name": null, "role": "AXStaticText", "description": null, "role_description": "text", "value": "", "position": "570.00;1240.00", "size": "129;16", "children": []}, {"name": null, "role": "AXStaticText", "description": null, "role_description": "text", "value": "Git", "position": "700.00;1240.00", "size": "129;16", "children": []}, {"name": null, "role": "AXStaticText", "description": null, "role_description": "text", "value": " ", "position": "830.00;1240.00", "size": "49;16", "children": []}]}, {"name": null, "role": "AXRow", "description": null, "role_description": "outline row", "value": null, "position": "200.00;1257.00", "size": "695;17", "children": [{"name": null, "role": "AXStaticText", "description": null, "role_description": "text", "value": "Clone Editor", "position": "218.00;1257.00", "size": "221;16", "children": []}, {"name": null, "role": "AXStaticText", "description": null, "role_description": "text", "value": "", "position": "440.00;1257.00", "size": "129;16", "children": []}, {"name": null, "role": "AXStaticText", "description": null, "role_description": "text", "value": "", "position": "570.00;1257.00", "size": "129;16", "children": []}, {"name": null, "role": "AXStaticText", "description": null, "role_description": "text", "value": "Window", "position": "700.00;1257.00", "size": "129;16", "children": []}, {"name": null, "role": "AXStaticText", "description": null, "role_description": "text", "value": " ", "position": "830.00;1257.00", "size": "49;16", "children": []}]}, {"name": null, "role": "AXRow", "description": null, "role_description": "outline row", "value": null, "position": "200.00;1274.00", "size": "695;17", "children": [{"name": null, "role": "AXStaticText", "description": null, "role_description": "text", "value": "Close", "position": "218.00;1274.00", "size": "221;16", "children": []}, {"name": null, "role": "AXStaticText", "description": null, "role_description": "text", "value": "⌘W", "position": "440.00;1274.00", "size": "129;16", "children": []}, {"name": null, "role": "AXStaticText", "description": null, "role_description": "text", "value": "In Windows", "position": "570.00;1274.00", "size": "129;16", "children": []}, {"name": null, "role": "AXStaticText", "description": null, "role_description": "text", "value": "File", "position": "700.00;1274.00", "size": "129;16", "children": []}, {"name": null, "role": "AXStaticText", "description": null, "role_description": "text", "value": " ", "position": "830.00;1274.00", "size": "49;16", "children": []}]}, {"name": null, "role": "AXRow", "description": null, "role_description": "outline row", "value": null, "position": "200.00;1291.00", "size": "695;17", "children": [{"name": null, "role": "AXStaticText", "description": null, "role_description": "text", "value": "Close All", "position": "218.00;1291.00", "size": "221;16", "children": []}, {"name": null, "role": "AXStaticText", "description": null, "role_description": "text", "value": "⇧⌘W", "position": "440.00;1291.00", "size": "129;16", "children": []}, {"name": null, "role": "AXStaticText", "description": null, "role_description": "text", "value": "In Windows", "position": "570.00;1291.00", "size": "129;16", "children": []}, {"name": null, "role": "AXStaticText", "description": null, "role_description": "text", "value": "File", "position": "700.00;1291.00", "size": "129;16", "children": []}, {"name": null, "role": "AXStaticText", "description": null, "role_description": "text", "value": " ", "position": "830.00;1291.00", "size": "49;16", "children": []}]}, {"name": null, "role": "AXRow", "description": null, "role_description": "outline row", "value": null, "position": "200.00;1308.00", "size": "695;17", "children": [{"name": null, "role": "AXStaticText", "description": null, "role_description": "text", "value": "Close All Command", "position": "218.00;1308.00", "size": "221;16", "children": []}, {"name": null, "role": "AXStaticText", "description": null, "role_description": "text", "value": "", "position": "440.00;1308.00", "size": "129;16", "children": []}, {"name": null, "role": "AXStaticText", "description": null, "role_description": "text", "value": "", "position": "570.00;1308.00", "size": "129;16", "children": []}, {"name": null, "role": "AXStaticText", "description": null, "role_description": "text", "value": "Papyrus Category", "position": "700.00;1308.00", "size": "129;16", "children": []}, {"name": null, "role": "AXStaticText", "description": null, "role_description": "text", "value": " ", "position": "830.00;1308.00", "size": "49;16", "children": []}]}, {"name": null, "role": "AXRow", "description": null, "role_description": "outline row", "value": null, "position": "200.00;1325.00", "size": "695;17", "children": [{"name": null, "role": "AXStaticText", "description": null, "role_description": "text", "value": "Close All Perspectives", "position": "218.00;1325.00", "size": "221;16", "children": []}, {"name": null, "role": "AXStaticText", "description": null, "role_description": "text", "value": "", "position": "440.00;1325.00", "size": "129;16", "children": []}, {"name": null, "role": "AXStaticText", "description": null, "role_description": "text", "value": "", "position": "570.00;1325.00", "size": "129;16", "children": []}, {"name": null, "role": "AXStaticText", "description": null, "role_description": "text", "value": "Window", "position": "700.00;1325.00", "size": "129;16", "children": []}, {"name": null, "role": "AXStaticText", "description": null, "role_description": "text", "value": " ", "position": "830.00;1325.00", "size": "49;16", "children": []}]}, {"name": null, "role": "AXRow", "description": null, "role_description": "outline row", "value": null, "position": "200.00;1342.00", "size": "695;17", "children": [{"name": null, "role": "AXStaticText", "description": null, "role_description": "text", "value": "Close All Saved", "position": "218.00;1342.00", "size": "221;16", "children": []}, {"name": null, "role": "AXStaticText", "description": null, "role_description": "text", "value": "", "position": "440.00;1342.00", "size": "129;16", "children": []}, {"name": null, "role": "AXStaticText", "description": null, "role_description": "text", "value": "", "position": "570.00;1342.00", "size": "129;16", "children": []}, {"name": null, "role": "AXStaticText", "description": null, "role_description": "text", "value": "File", "position": "700.00;1342.00", "size": "129;16", "children": []}, {"name": null, "role": "AXStaticText", "description": null, "role_description": "text", "value": " ", "position": "830.00;1342.00", "size": "49;16", "children": []}]}, {"name": null, "role": "AXRow", "description": null, "role_description": "outline row", "value": null, "position": "200.00;1359.00", "size": "695;17", "children": [{"name": null, "role": "AXStaticText", "description": null, "role_description": "text", "value": "Close Command", "position": "218.00;1359.00", "size": "221;16", "children": []}, {"name": null, "role": "AXStaticText", "description": null, "role_description": "text", "value": "", "position": "440.00;1359.00", "size": "129;16", "children": []}, {"name": null, "role": "AXStaticText", "description": null, "role_description": "text", "value": "", "position": "570.00;1359.00", "size": "129;16", "children": []}, {"name": null, "role": "AXStaticText", "description": null, "role_description": "text", "value": "Papyrus Category", "position": "700.00;1359.00", "size": "129;16", "children": []}, {"name": null, "role": "AXStaticText", "description": null, "role_description": "text", "value": " ", "position": "830.00;1359.00", "size": "49;16", "children": []}]}, {"name": null, "role": "AXRow", "description": null, "role_description": "outline row", "value": null, "position": "200.00;1376.00", "size": "695;17", "children": [{"name": null, "role": "AXStaticText", "description": null, "role_description": "text", "value": "Close Dialog", "position": "218.00;1376.00", "size": "221;16", "children": []}, {"name": null, "role": "AXStaticText", "description": null, "role_description": "text", "value": "⌘W", "position": "440.00;1376.00", "size": "129;16", "children": []}, {"name": null, "role": "AXStaticText", "description": null, "role_description": "text", "value": "In Dialogs", "position": "570.00;1376.00", "size": "129;16", "children": []}, {"name": null, "role": "AXStaticText", "description": null, "role_description": "text", "value": "Window", "position": "700.00;1376.00", "size": "129;16", "children": []}, {"name": null, "role": "AXStaticText", "description": null, "role_description": "text", "value": " ", "position": "830.00;1376.00", "size": "49;16", "children": []}]}, {"name": null, "role": "AXRow", "description": null, "role_description": "outline row", "value": null, "position": "200.00;1393.00", "size": "695;17", "children": [{"name": null, "role": "AXStaticText", "description": null, "role_description": "text", "value": "Close Others", "position": "218.00;1393.00", "size": "221;16", "children": []}, {"name": null, "role": "AXStaticText", "description": null, "role_description": "text", "value": "", "position": "440.00;1393.00", "size": "129;16", "children": []}, {"name": null, "role": "AXStaticText", "description": null, "role_description": "text", "value": "", "position": "570.00;1393.00", "size": "129;16", "children": []}, {"name": null, "role": "AXStaticText", "description": null, "role_description": "text", "value": "File", "position": "700.00;1393.00", "size": "129;16", "children": []}, {"name": null, "role": "AXStaticText", "description": null, "role_description": "text", "value": " ", "position": "830.00;1393.00", "size": "49;16", "children": []}]}, {"name": null, "role": "AXRow", "description": null, "role_description": "outline row", "value": null, "position": "200.00;1410.00", "size": "695;17", "children": [{"name": null, "role": "AXStaticText", "description": null, "role_description": "text", "value": "Close Part", "position": "218.00;1410.00", "size": "221;16", "children": []}, {"name": null, "role": "AXStaticText", "description": null, "role_description": "text", "value": "", "position": "440.00;1410.00", "size": "129;16", "children": []}, {"name": null, "role": "AXStaticText", "description": null, "role_description": "text", "value": "", "position": "570.00;1410.00", "size": "129;16", "children": []}, {"name": null, "role": "AXStaticText", "description": null, "role_description": "text", "value": "Window", "position": "700.00;1410.00", "size": "129;16", "children": []}, {"name": null, "role": "AXStaticText", "description": null, "role_description": "text", "value": " ", "position": "830.00;1410.00", "size": "49;16", "children": []}]}, {"name": null, "role": "AXRow", "description": null, "role_description": "outline row", "value": null, "position": "200.00;1427.00", "size": "695;17", "children": [{"name": null, "role": "AXStaticText", "description": null, "role_description": "text", "value": "Close Perspective", "position": "218.00;1427.00", "size": "221;16", "children": []}, {"name": null, "role": "AXStaticText", "description": null, "role_description": "text", "value": "", "position": "440.00;1427.00", "size": "129;16", "children": []}, {"name": null, "role": "AXStaticText", "description": null, "role_description": "text", "value": "", "position": "570.00;1427.00", "size": "129;16", "children": []}, {"name": null, "role": "AXStaticText", "description": null, "role_description": "text", "value": "Window", "position": "700.00;1427.00", "size": "129;16", "children": []}, {"name": null, "role": "AXStaticText", "description": null, "role_description": "text", "value": " ", "position": "830.00;1427.00", "size": "49;16", "children": []}]}, {"name": null, "role": "AXRow", "description": null, "role_description": "outline row", "value": null, "position": "200.00;1444.00", "size": "695;17", "children": [{"name": null, "role": "AXStaticText", "description": null, "role_description": "text", "value": "Close Perspective (Debug)", "position": "218.00;1444.00", "size": "221;16", "children": []}, {"name": null, "role": "AXStaticText", "description": null, "role_description": "text", "value": "", "position": "440.00;1444.00", "size": "129;16", "children": []}, {"name": null, "role": "AXStaticText", "description": null, "role_description": "text", "value": "", "position": "570.00;1444.00", "size": "129;16", "children": []}, {"name": null, "role": "AXStaticText", "description": null, "role_description": "text", "value": "Window", "position": "700.00;1444.00", "size": "129;16", "children": []}, {"name": null, "role": "AXStaticText", "description": null, "role_description": "text", "value": " ", "position": "830.00;1444.00", "size": "49;16", "children": []}]}, {"name": null, "role": "AXRow", "description": null, "role_description": "outline row", "value": null, "position": "200.00;1461.00", "size": "695;17", "children": [{"name": null, "role": "AXStaticText", "description": null, "role_description": "text", "value": "Close Perspective (Git)", "position": "218.00;1461.00", "size": "221;16", "children": []}, {"name": null, "role": "AXStaticText", "description": null, "role_description": "text", "value": "", "position": "440.00;1461.00", "size": "129;16", "children": []}, {"name": null, "role": "AXStaticText", "description": null, "role_description": "text", "value": "", "position": "570.00;1461.00", "size": "129;16", "children": []}, {"name": null, "role": "AXStaticText", "description": null, "role_description": "text", "value": "Window", "position": "700.00;1461.00", "size": "129;16", "children": []}, {"name": null, "role": "AXStaticText", "description": null, "role_description": "text", "value": " ", "position": "830.00;1461.00", "size": "49;16", "children": []}]}, {"name": null, "role": "AXRow", "description": null, "role_description": "outline row", "value": null, "position": "200.00;1478.00", "size": "695;17", "children": [{"name": null, "role": "AXStaticText", "description": null, "role_description": "text", "value": "Close Perspective (Java)", "position": "218.00;1478.00", "size": "221;16", "children": []}, {"name": null, "role": "AXStaticText", "description": null, "role_description": "text", "value": "", "position": "440.00;1478.00", "size": "129;16", "children": []}, {"name": null, "role": "AXStaticText", "description": null, "role_description": "text", "value": "", "position": "570.00;1478.00", "size": "129;16", "children": []}, {"name": null, "role": "AXStaticText", "description": null, "role_description": "text", "value": "Window", "position": "700.00;1478.00", "size": "129;16", "children": []}, {"name": null, "role": "AXStaticText", "description": null, "role_description": "text", "value": " ", "position": "830.00;1478.00", "size": "49;16", "children": []}]}, {"name": null, "role": "AXRow", "description": null, "role_description": "outline row", "value": null, "position": "200.00;1495.00", "size": "695;17", "children": [{"name": null, "role": "AXStaticText", "description": null, "role_description": "text", "value": "Close Perspective (Java Browsing)", "position": "218.00;1495.00", "size": "221;16", "children": []}, {"name": null, "role": "AXStaticText", "description": null, "role_description": "text", "value": "", "position": "440.00;1495.00", "size": "129;16", "children": []}, {"name": null, "role": "AXStaticText", "description": null, "role_description": "text", "value": "", "position": "570.00;1495.00", "size": "129;16", "children": []}, {"name": null, "role": "AXStaticText", "description": null, "role_description": "text", "value": "Window", "position": "700.00;1495.00", "size": "129;16", "children": []}, {"name": null, "role": "AXStaticText", "description": null, "role_description": "text", "value": " ", "position": "830.00;1495.00", "size": "49;16", "children": []}]}, {"name": null, "role": "AXRow", "description": null, "role_description": "outline row", "value": null, "position": "200.00;1512.00", "size": "695;17", "children": [{"name": null, "role": "AXStaticText", "description": null, "role_description": "text", "value": "Close Perspective (Java Type Hierarchy)", "position": "218.00;1512.00", "size": "221;16", "children": []}, {"name": null, "role": "AXStaticText", "description": null, "role_description": "text", "value": "", "position": "440.00;1512.00", "size": "129;16", "children": []}, {"name": null, "role": "AXStaticText", "description": null, "role_description": "text", "value": "", "position": "570.00;1512.00", "size": "129;16", "children": []}, {"name": null, "role": "AXStaticText", "description": null, "role_description": "text", "value": "Window", "position": "700.00;1512.00", "size": "129;16", "children": []}, {"name": null, "role": "AXStaticText", "description": null, "role_description": "text", "value": " ", "position": "830.00;1512.00", "size": "49;16", "children": []}]}, {"name": null, "role": "AXRow", "description": null, "role_description": "outline row", "value": null, "position": "200.00;1529.00", "size": "695;17", "children": [{"name": null, "role": "AXStaticText", "description": null, "role_description": "text", "value": "Close Perspective (Papyrus)", "position": "218.00;1529.00", "size": "221;16", "children": []}, {"name": null, "role": "AXStaticText", "description": null, "role_description": "text", "value": "", "position": "440.00;1529.00", "size": "129;16", "children": []}, {"name": null, "role": "AXStaticText", "description": null, "role_description": "text", "value": "", "position": "570.00;1529.00", "size": "129;16", "children": []}, {"name": null, "role": "AXStaticText", "description": null, "role_description": "text", "value": "Window", "position": "700.00;1529.00", "size": "129;16", "children": []}, {"name": null, "role": "AXStaticText", "description": null, "role_description": "text", "value": " ", "position": "830.00;1529.00", "size": "49;16", "children": []}]}, {"name": null, "role": "AXRow", "description": null, "role_description": "outline row", "value": null, "position": "200.00;1546.00", "size": "695;17", "children": [{"name": null, "role": "AXStaticText", "description": null, "role_description": "text", "value": "Close Perspective (Plug-in Development)", "position": "218.00;1546.00", "size": "221;16", "children": []}, {"name": null, "role": "AXStaticText", "description": null, "role_description": "text", "value": "", "position": "440.00;1546.00", "size": "129;16", "children": []}, {"name": null, "role": "AXStaticText", "description": null, "role_description": "text", "value": "", "position": "570.00;1546.00", "size": "129;16", "children": []}, {"name": null, "role": "AXStaticText", "description": null, "role_description": "text", "value": "Window", "position": "700.00;1546.00", "size": "129;16", "children": []}, {"name": null, "role": "AXStaticText", "description": null, "role_description": "text", "value": " ", "position": "830.00;1546.00", "size": "49;16", "children": []}]}, {"name": null, "role": "AXRow", "description": null, "role_description": "outline row", "value": null, "position": "200.00;1563.00", "size": "695;17", "children": [{"name": null, "role": "AXStaticText", "description": null, "role_description": "text", "value": "Close Perspective (Resource)", "position": "218.00;1563.00", "size": "221;16", "children": []}, {"name": null, "role": "AXStaticText", "description": null, "role_description": "text", "value": "", "position": "440.00;1563.00", "size": "129;16", "children": []}, {"name": null, "role": "AXStaticText", "description": null, "role_description": "text", "value": "", "position": "570.00;1563.00", "size": "129;16", "children": []}, {"name": null, "role": "AXStaticText", "description": null, "role_description": "text", "value": "Window", "position": "700.00;1563.00", "size": "129;16", "children": []}, {"name": null, "role": "AXStaticText", "description": null, "role_description": "text", "value": " ", "position": "830.00;1563.00", "size": "49;16", "children": []}]}, {"name": null, "role": "AXRow", "description": null, "role_description": "outline row", "value": null, "position": "200.00;1580.00", "size": "695;17", "children": [{"name": null, "role": "AXStaticText", "description": null, "role_description": "text", "value": "Close Perspective (Team Synchronizing)", "position": "218.00;1580.00", "size": "221;16", "children": []}, {"name": null, "role": "AXStaticText", "description": null, "role_description": "text", "value": "", "position": "440.00;1580.00", "size": "129;16", "children": []}, {"name": null, "role": "AXStaticText", "description": null, "role_description": "text", "value": "", "position": "570.00;1580.00", "size": "129;16", "children": []}, {"name": null, "role": "AXStaticText", "description": null, "role_description": "text", "value": "Window", "position": "700.00;1580.00", "size": "129;16", "children": []}, {"name": null, "role": "AXStaticText", "description": null, "role_description": "text", "value": " ", "position": "830.00;1580.00", "size": "49;16", "children": []}]}, {"name": null, "role": "AXRow", "description": null, "role_description": "outline row", "value": null, "position": "200.00;1597.00", "size": "695;17", "children": [{"name": null, "role": "AXStaticText", "description": null, "role_description": "text", "value": "Close Project", "position": "218.00;1597.00", "size": "221;16", "children": []}, {"name": null, "role": "AXStaticText", "description": null, "role_description": "text", "value": "", "position": "440.00;1597.00", "size": "129;16", "children": []}, {"name": null, "role": "AXStaticText", "description": null, "role_description": "text", "value": "", "position": "570.00;1597.00", "size": "129;16", "children": []}, {"name": null, "role": "AXStaticText", "description": null, "role_description": "text", "value": "Project", "position": "700.00;1597.00", "size": "129;16", "children": []}, {"name": null, "role": "AXStaticText", "description": null, "role_description": "text", "value": " ", "position": "830.00;1597.00", "size": "49;16", "children": []}]}, {"name": null, "role": "AXRow", "description": null, "role_description": "outline row", "value": null, "position": "200.00;1614.00", "size": "695;17", "children": [{"name": null, "role": "AXStaticText", "description": null, "role_description": "text", "value": "Close Rendering", "position": "218.00;1614.00", "size": "221;16", "children": []}, {"name": null, "role": "AXStaticText", "description": null, "role_description": "text", "value": "⌘W", "position": "440.00;1614.00", "size": "129;16", "children": []}, {"name": null, "role": "AXStaticText", "description": null, "role_description": "text", "value": "In Memory View", "position": "570.00;1614.00", "size": "129;16", "children": []}, {"name": null, "role": "AXStaticText", "description": null, "role_description": "text", "value": "Run/Debug", "position": "700.00;1614.00", "size": "129;16", "children": []}, {"name": null, "role": "AXStaticText", "description": null, "role_description": "text", "value": " ", "position": "830.00;1614.00", "size": "49;16", "children": []}]}, {"name": null, "role": "AXRow", "description": null, "role_description": "outline row", "value": null, "position": "200.00;1631.00", "size": "695;17", "children": [{"name": null, "role": "AXStaticText", "description": null, "role_description": "text", "value": "Close Unrelated Projects", "position": "218.00;1631.00", "size": "221;16", "children": []}, {"name": null, "role": "AXStaticText", "description": null, "role_description": "text", "value": "", "position": "440.00;1631.00", "size": "129;16", "children": []}, {"name": null, "role": "AXStaticText", "description": null, "role_description": "text", "value": "", "position": "570.00;1631.00", "size": "129;16", "children": []}, {"name": null, "role": "AXStaticText", "description": null, "role_description": "text", "value": "Project", "position": "700.00;1631.00", "size": "129;16", "children": []}, {"name": null, "role": "AXStaticText", "description": null, "role_description": "text", "value": " ", "position": "830.00;1631.00", "size": "49;16", "children": []}]}, {"name": null, "role": "AXRow", "description": null, "role_description": "outline row", "value": null, "position": "200.00;1648.00", "size": "695;17", "children": [{"name": null, "role": "AXStaticText", "description": null, "role_description": "text", "value": "Close User Assistance Tray", "position": "218.00;1648.00", "size": "221;16", "children": []}, {"name": null, "role": "AXStaticText", "description": null, "role_description": "text", "value": "", "position": "440.00;1648.00", "size": "129;16", "children": []}, {"name": null, "role": "AXStaticText", "description": null, "role_description": "text", "value": "", "position": "570.00;1648.00", "size": "129;16", "children": []}, {"name": null, "role": "AXStaticText", "description": null, "role_description": "text", "value": "Help", "position": "700.00;1648.00", "size": "129;16", "children": []}, {"name": null, "role": "AXStaticText", "description": null, "role_description": "text", "value": " ", "position": "830.00;1648.00", "size": "49;16", "children": []}]}, {"name": null, "role": "AXRow", "description": null, "role_description": "outline row", "value": null, "position": "200.00;1665.00", "size": "695;17", "children": [{"name": null, "role": "AXStaticText", "description": null, "role_description": "text", "value": "Collapse", "position": "218.00;1665.00", "size": "221;16", "children": []}, {"name": null, "role": "AXStaticText", "description": null, "role_description": "text", "value": "⌘Numpad_Subtract", "position": "440.00;1665.00", "size": "129;16", "children": []}, {"name": null, "role": "AXStaticText", "description": null, "role_description": "text", "value": "Editing Text", "position": "570.00;1665.00", "size": "129;16", "children": []}, {"name": null, "role": "AXStaticText", "description": null, "role_description": "text", "value": "Text Editing", "position": "700.00;1665.00", "size": "129;16", "children": []}, {"name": null, "role": "AXStaticText", "description": null, "role_description": "text", "value": " ", "position": "830.00;1665.00", "size": "49;16", "children": []}]}, {"name": null, "role": "AXRow", "description": null, "role_description": "outline row", "value": null, "position": "200.00;1682.00", "size": "695;17", "children": [{"name": null, "role": "AXStaticText", "description": null, "role_description": "text", "value": "Collapse All", "position": "218.00;1682.00", "size": "221;16", "children": []}, {"name": null, "role": "AXStaticText", "description": null, "role_description": "text", "value": "", "position": "440.00;1682.00", "size": "129;16", "children": []}, {"name": null, "role": "AXStaticText", "description": null, "role_description": "text", "value": "", "position": "570.00;1682.00", "size": "129;16", "children": []}, {"name": null, "role": "AXStaticText", "description": null, "role_description": "text", "value": "Application Category", "position": "700.00;1682.00", "size": "129;16", "children": []}, {"name": null, "role": "AXStaticText", "description": null, "role_description": "text", "value": " ", "position": "830.00;1682.00", "size": "49;16", "children": []}]}, {"name": null, "role": "AXRow", "description": null, "role_description": "outline row", "value": null, "position": "200.00;1699.00", "size": "695;17", "children": [{"name": null, "role": "AXStaticText", "description": null, "role_description": "text", "value": "Collapse All", "position": "218.00;1699.00", "size": "221;16", "children": []}, {"name": null, "role": "AXStaticText", "description": null, "role_description": "text", "value": "", "position": "440.00;1699.00", "size": "129;16", "children": []}, {"name": null, "role": "AXStaticText", "description": null, "role_description": "text", "value": "", "position": "570.00;1699.00", "size": "129;16", "children": []}, {"name": null, "role": "AXStaticText", "description": null, "role_description": "text", "value": "NatTable Rows Catgerory", "position": "700.00;1699.00", "size": "129;16", "children": []}, {"name": null, "role": "AXStaticText", "description": null, "role_description": "text", "value": " ", "position": "830.00;1699.00", "size": "49;16", "children": []}]}, {"name": null, "role": "AXRow", "description": null, "role_description": "outline row", "value": null, "position": "200.00;1716.00", "size": "695;17", "children": [{"name": null, "role": "AXStaticText", "description": null, "role_description": "text", "value": "Collapse All", "position": "218.00;1716.00", "size": "221;16", "children": []}, {"name": null, "role": "AXStaticText", "description": null, "role_description": "text", "value": "⇧⌘Numpad_Divide", "position": "440.00;1716.00", "size": "129;16", "children": []}, {"name": null, "role": "AXStaticText", "description": null, "role_description": "text", "value": "Editing Text", "position": "570.00;1716.00", "size": "129;16", "children": []}, {"name": null, "role": "AXStaticText", "description": null, "role_description": "text", "value": "Text Editing", "position": "700.00;1716.00", "size": "129;16", "children": []}, {"name": null, "role": "AXStaticText", "description": null, "role_description": "text", "value": " ", "position": "830.00;1716.00", "size": "49;16", "children": []}]}, {"name": null, "role": "AXRow", "description": null, "role_description": "outline row", "value": null, "position": "200.00;1733.00", "size": "695;17", "children": [{"name": null, "role": "AXStaticText", "description": null, "role_description": "text", "value": "Collapse All", "position": "218.00;1733.00", "size": "221;16", "children": []}, {"name": null, "role": "AXStaticText", "description": null, "role_description": "text", "value": "⇧⌘Numpad_Divide", "position": "440.00;1733.00", "size": "129;16", "children": []}, {"name": null, "role": "AXStaticText", "description": null, "role_description": "text", "value": "In Windows", "position": "570.00;1733.00", "size": "129;16", "children": []}, {"name": null, "role": "AXStaticText", "description": null, "role_description": "text", "value": "Navigate", "position": "700.00;1733.00", "size": "129;16", "children": []}, {"name": null, "role": "AXStaticText", "description": null, "role_description": "text", "value": " ", "position": "830.00;1733.00", "size": "49;16", "children": []}]}, {"name": null, "role": "AXRow", "description": null, "role_description": "outline row", "value": null, "position": "200.00;1750.00", "size": "695;17", "children": [{"name": null, "role": "AXStaticText", "description": null, "role_description": "text", "value": "Collapse All at Selected Element (Ctrl+ Shift+ Numpad_Divide)", "position": "218.00;1750.00", "size": "221;16", "children": []}, {"name": null, "role": "AXStaticText", "description": null, "role_description": "text", "value": "", "position": "440.00;1750.00", "size": "129;16", "children": []}, {"name": null, "role": "AXStaticText", "description": null, "role_description": "text", "value": "", "position": "570.00;1750.00", "size": "129;16", "children": []}, {"name": null, "role": "AXStaticText", "description": null, "role_description": "text", "value": "Papyrus Category", "position": "700.00;1750.00", "size": "129;16", "children": []}, {"name": null, "role": "AXStaticText", "description": null, "role_description": "text", "value": " ", "position": "830.00;1750.00", "size": "49;16", "children": []}]}, {"name": null, "role": "AXRow", "description": null, "role_description": "outline row", "value": null, "position": "200.00;1767.00", "size": "695;17", "children": [{"name": null, "role": "AXStaticText", "description": null, "role_description": "text", "value": "Collapse All for selection", "position": "218.00;1767.00", "size": "221;16", "children": []}, {"name": null, "role": "AXStaticText", "description": null, "role_description": "text", "value": "", "position": "440.00;1767.00", "size": "129;16", "children": []}, {"name": null, "role": "AXStaticText", "description": null, "role_description": "text", "value": "", "position": "570.00;1767.00", "size": "129;16", "children": []}, {"name": null, "role": "AXStaticText", "description": null, "role_description": "text", "value": "NatTable Rows Catgerory", "position": "700.00;1767.00", "size": "129;16", "children": []}, {"name": null, "role": "AXStaticText", "description": null, "role_description": "text", "value": " ", "position": "830.00;1767.00", "size": "49;16", "children": []}]}, {"name": null, "role": "AXRow", "description": null, "role_description": "outline row", "value": null, "position": "200.00;1784.00", "size": "695;17", "children": [{"name": null, "role": "AXStaticText", "description": null, "role_description": "text", "value": "Collapse Comments", "position": "218.00;1784.00", "size": "221;16", "children": []}, {"name": null, "role": "AXStaticText", "description": null, "role_description": "text", "value": "", "position": "440.00;1784.00", "size": "129;16", "children": []}, {"name": null, "role": "AXStaticText", "description": null, "role_description": "text", "value": "", "position": "570.00;1784.00", "size": "129;16", "children": []}, {"name": null, "role": "AXStaticText", "description": null, "role_description": "text", "value": "Text Editing", "position": "700.00;1784.00", "size": "129;16", "children": []}, {"name": null, "role": "AXStaticText", "description": null, "role_description": "text", "value": " ", "position": "830.00;1784.00", "size": "49;16", "children": []}]}, {"name": null, "role": "AXRow", "description": null, "role_description": "outline row", "value": null, "position": "200.00;1801.00", "size": "695;17", "children": [{"name": null, "role": "AXStaticText", "description": null, "role_description": "text", "value": "Collapse Members", "position": "218.00;1801.00", "size": "221;16", "children": []}, {"name": null, "role": "AXStaticText", "description": null, "role_description": "text", "value": "", "position": "440.00;1801.00", "size": "129;16", "children": []}, {"name": null, "role": "AXStaticText", "description": null, "role_description": "text", "value": "", "position": "570.00;1801.00", "size": "129;16", "children": []}, {"name": null, "role": "AXStaticText", "description": null, "role_description": "text", "value": "Text Editing", "position": "700.00;1801.00", "size": "129;16", "children": []}, {"name": null, "role": "AXStaticText", "description": null, "role_description": "text", "value": " ", "position": "830.00;1801.00", "size": "49;16", "children": []}]}, {"name": null, "role": "AXRow", "description": null, "role_description": "outline row", "value": null, "position": "200.00;1818.00", "size": "695;17", "children": [{"name": null, "role": "AXStaticText", "description": null, "role_description": "text", "value": "Collapse Working Tree", "position": "218.00;1818.00", "size": "221;16", "children": []}, {"name": null, "role": "AXStaticText", "description": null, "role_description": "text", "value": "⌘←", "position": "440.00;1818.00", "size": "129;16", "children": []}, {"name": null, "role": "AXStaticText", "description": null, "role_description": "text", "value": "In Git Repositories View", "position": "570.00;1818.00", "size": "129;16", "children": []}, {"name": null, "role": "AXStaticText", "description": null, "role_description": "text", "value": "Git", "position": "700.00;1818.00", "size": "129;16", "children": []}, {"name": null, "role": "AXStaticText", "description": null, "role_description": "text", "value": " ", "position": "830.00;1818.00", "size": "49;16", "children": []}]}, {"name": null, "role": "AXRow", "description": null, "role_description": "outline row", "value": null, "position": "200.00;1835.00", "size": "695;17", "children": [{"name": null, "role": "AXStaticText", "description": null, "role_description": "text", "value": "Collect Garbage", "position": "218.00;1835.00", "size": "221;16", "children": []}, {"name": null, "role": "AXStaticText", "description": null, "role_description": "text", "value": "", "position": "440.00;1835.00", "size": "129;16", "children": []}, {"name": null, "role": "AXStaticText", "description": null, "role_description": "text", "value": "", "position": "570.00;1835.00", "size": "129;16", "children": []}, {"name": null, "role": "AXStaticText", "description": null, "role_description": "text", "value": "Git", "position": "700.00;1835.00", "size": "129;16", "children": []}, {"name": null, "role": "AXStaticText", "description": null, "role_description": "text", "value": " ", "position": "830.00;1835.00", "size": "49;16", "children": []}]}, {"name": null, "role": "AXRow", "description": null, "role_description": "outline row", "value": null, "position": "200.00;1852.00", "size": "695;17", "children": [{"name": null, "role": "AXStaticText", "description": null, "role_description": "text", "value": "Command for the Make Same Size Toolbar actions", "position": "218.00;1852.00", "size": "221;16", "children": []}, {"name": null, "role": "AXStaticText", "description": null, "role_description": "text", "value": "", "position": "440.00;1852.00", "size": "129;16", "children": []}, {"name": null, "role": "AXStaticText", "description": null, "role_description": "text", "value": "", "position": "570.00;1852.00", "size": "129;16", "children": []}, {"name": null, "role": "AXStaticText", "description": null, "role_description": "text", "value": "Papyrus Category", "position": "700.00;1852.00", "size": "129;16", "children": []}, {"name": null, "role": "AXStaticText", "description": null, "role_description": "text", "value": " ", "position": "830.00;1852.00", "size": "49;16", "children": []}]}, {"name": null, "role": "AXRow", "description": null, "role_description": "outline row", "value": null, "position": "200.00;1869.00", "size": "695;17", "children": [{"name": null, "role": "AXStaticText", "description": null, "role_description": "text", "value": "Command for the toolbar actions", "position": "218.00;1869.00", "size": "221;16", "children": []}, {"name": null, "role": "AXStaticText", "description": null, "role_description": "text", "value": "", "position": "440.00;1869.00", "size": "129;16", "children": []}, {"name": null, "role": "AXStaticText", "description": null, "role_description": "text", "value": "", "position": "570.00;1869.00", "size": "129;16", "children": []}, {"name": null, "role": "AXStaticText", "description": null, "role_description": "text", "value": "Papyrus Category", "position": "700.00;1869.00", "size": "129;16", "children": []}, {"name": null, "role": "AXStaticText", "description": null, "role_description": "text", "value": " ", "position": "830.00;1869.00", "size": "49;16", "children": []}]}, {"name": null, "role": "AXRow", "description": null, "role_description": "outline row", "value": null, "position": "200.00;1886.00", "size": "695;17", "children": [{"name": null, "role": "AXStaticText", "description": null, "role_description": "text", "value": "Command to Zoom 100%", "position": "218.00;1886.00", "size": "221;16", "children": []}, {"name": null, "role": "AXStaticText", "description": null, "role_description": "text", "value": "", "position": "440.00;1886.00", "size": "129;16", "children": []}, {"name": null, "role": "AXStaticText", "description": null, "role_description": "text", "value": "", "position": "570.00;1886.00", "size": "129;16", "children": []}, {"name": null, "role": "AXStaticText", "description": null, "role_description": "text", "value": "Papyrus Category", "position": "700.00;1886.00", "size": "129;16", "children": []}, {"name": null, "role": "AXStaticText", "description": null, "role_description": "text", "value": " ", "position": "830.00;1886.00", "size": "49;16", "children": []}]}, {"name": null, "role": "AXRow", "description": null, "role_description": "outline row", "value": null, "position": "200.00;1903.00", "size": "695;17", "children": [{"name": null, "role": "AXStaticText", "description": null, "role_description": "text", "value": "Command to Zoom Fit", "position": "218.00;1903.00", "size": "221;16", "children": []}, {"name": null, "role": "AXStaticText", "description": null, "role_description": "text", "value": "", "position": "440.00;1903.00", "size": "129;16", "children": []}, {"name": null, "role": "AXStaticText", "description": null, "role_description": "text", "value": "", "position": "570.00;1903.00", "size": "129;16", "children": []}, {"name": null, "role": "AXStaticText", "description": null, "role_description": "text", "value": "Papyrus Category", "position": "700.00;1903.00", "size": "129;16", "children": []}, {"name": null, "role": "AXStaticText", "description": null, "role_description": "text", "value": " ", "position": "830.00;1903.00", "size": "49;16", "children": []}]}, {"name": null, "role": "AXRow", "description": null, "role_description": "outline row", "value": null, "position": "200.00;1920.00", "size": "695;17", "children": [{"name": null, "role": "AXStaticText", "description": null, "role_description": "text", "value": "Command to Zoom Height", "position": "218.00;1920.00", "size": "221;16", "children": []}, {"name": null, "role": "AXStaticText", "description": null, "role_description": "text", "value": "", "position": "440.00;1920.00", "size": "129;16", "children": []}, {"name": null, "role": "AXStaticText", "description": null, "role_description": "text", "value": "", "position": "570.00;1920.00", "size": "129;16", "children": []}, {"name": null, "role": "AXStaticText", "description": null, "role_description": "text", "value": "Papyrus Category", "position": "700.00;1920.00", "size": "129;16", "children": []}, {"name": null, "role": "AXStaticText", "description": null, "role_description": "text", "value": " ", "position": "830.00;1920.00", "size": "49;16", "children": []}]}, {"name": null, "role": "AXRow", "description": null, "role_description": "outline row", "value": null, "position": "200.00;1937.00", "size": "695;17", "children": [{"name": null, "role": "AXStaticText", "description": null, "role_description": "text", "value": "Command to Zoom In", "position": "218.00;1937.00", "size": "221;16", "children": []}, {"name": null, "role": "AXStaticText", "description": null, "role_description": "text", "value": "⌃+", "position": "440.00;1937.00", "size": "129;16", "children": []}, {"name": null, "role": "AXStaticText", "description": null, "role_description": "text", "value": "Diagram Editing", "position": "570.00;1937.00", "size": "129;16", "children": []}, {"name": null, "role": "AXStaticText", "description": null, "role_description": "text", "value": "Papyrus Category", "position": "700.00;1937.00", "size": "129;16", "children": []}, {"name": null, "role": "AXStaticText", "description": null, "role_description": "text", "value": " ", "position": "830.00;1937.00", "size": "49;16", "children": []}]}, {"name": null, "role": "AXRow", "description": null, "role_description": "outline row", "value": null, "position": "200.00;1954.00", "size": "695;17", "children": [{"name": null, "role": "AXStaticText", "description": null, "role_description": "text", "value": "Command to Zoom In", "position": "218.00;1954.00", "size": "221;16", "children": []}, {"name": null, "role": "AXStaticText", "description": null, "role_description": "text", "value": "⌃=", "position": "440.00;1954.00", "size": "129;16", "children": []}, {"name": null, "role": "AXStaticText", "description": null, "role_description": "text", "value": "Diagram Editing", "position": "570.00;1954.00", "size": "129;16", "children": []}, {"name": null, "role": "AXStaticText", "description": null, "role_description": "text", "value": "Papyrus Category", "position": "700.00;1954.00", "size": "129;16", "children": []}, {"name": null, "role": "AXStaticText", "description": null, "role_description": "text", "value": " ", "position": "830.00;1954.00", "size": "49;16", "children": []}]}, {"name": null, "role": "AXRow", "description": null, "role_description": "outline row", "value": null, "position": "200.00;1971.00", "size": "695;17", "children": [{"name": null, "role": "AXStaticText", "description": null, "role_description": "text", "value": "Command to Zoom Out", "position": "218.00;1971.00", "size": "221;16", "children": []}, {"name": null, "role": "AXStaticText", "description": null, "role_description": "text", "value": "⌃-", "position": "440.00;1971.00", "size": "129;16", "children": []}, {"name": null, "role": "AXStaticText", "description": null, "role_description": "text", "value": "Diagram Editing", "position": "570.00;1971.00", "size": "129;16", "children": []}, {"name": null, "role": "AXStaticText", "description": null, "role_description": "text", "value": "Papyrus Category", "position": "700.00;1971.00", "size": "129;16", "children": []}, {"name": null, "role": "AXStaticText", "description": null, "role_description": "text", "value": " ", "position": "830.00;1971.00", "size": "49;16", "children": []}]}, {"name": null, "role": "AXRow", "description": null, "role_description": "outline row", "value": null, "position": "200.00;1988.00", "size": "695;17", "children": [{"name": null, "role": "AXStaticText", "description": null, "role_description": "text", "value": "Command to Zoom Selection", "position": "218.00;1988.00", "size": "221;16", "children": []}, {"name": null, "role": "AXStaticText", "description": null, "role_description": "text", "value": "", "position": "440.00;1988.00", "size": "129;16", "children": []}, {"name": null, "role": "AXStaticText", "description": null, "role_description": "text", "value": "", "position": "570.00;1988.00", "size": "129;16", "children": []}, {"name": null, "role": "AXStaticText", "description": null, "role_description": "text", "value": "Papyrus Category", "position": "700.00;1988.00", "size": "129;16", "children": []}, {"name": null, "role": "AXStaticText", "description": null, "role_description": "text", "value": " ", "position": "830.00;1988.00", "size": "49;16", "children": []}]}, {"name": null, "role": "AXRow", "description": null, "role_description": "outline row", "value": null, "position": "200.00;2005.00", "size": "695;17", "children": [{"name": null, "role": "AXStaticText", "description": null, "role_description": "text", "value": "Command to Zoom Width", "position": "218.00;2005.00", "size": "221;16", "children": []}, {"name": null, "role": "AXStaticText", "description": null, "role_description": "text", "value": "", "position": "440.00;2005.00", "size": "129;16", "children": []}, {"name": null, "role": "AXStaticText", "description": null, "role_description": "text", "value": "", "position": "570.00;2005.00", "size": "129;16", "children": []}, {"name": null, "role": "AXStaticText", "description": null, "role_description": "text", "value": "Papyrus Category", "position": "700.00;2005.00", "size": "129;16", "children": []}, {"name": null, "role": "AXStaticText", "description": null, "role_description": "text", "value": " ", "position": "830.00;2005.00", "size": "49;16", "children": []}]}, {"name": null, "role": "AXRow", "description": null, "role_description": "outline row", "value": null, "position": "200.00;2022.00", "size": "695;17", "children": [{"name": null, "role": "AXStaticText", "description": null, "role_description": "text", "value": "Comment", "position": "218.00;2022.00", "size": "221;16", "children": []}, {"name": null, "role": "AXStaticText", "description": null, "role_description": "text", "value": "", "position": "440.00;2022.00", "size": "129;16", "children": []}, {"name": null, "role": "AXStaticText", "description": null, "role_description": "text", "value": "", "position": "570.00;2022.00", "size": "129;16", "children": []}, {"name": null, "role": "AXStaticText", "description": null, "role_description": "text", "value": "Source", "position": "700.00;2022.00", "size": "129;16", "children": []}, {"name": null, "role": "AXStaticText", "description": null, "role_description": "text", "value": " ", "position": "830.00;2022.00", "size": "49;16", "children": []}]}, {"name": null, "role": "AXRow", "description": null, "role_description": "outline row", "value": null, "position": "200.00;2039.00", "size": "695;17", "children": [{"name": null, "role": "AXStaticText", "description": null, "role_description": "text", "value": "Commit...", "position": "218.00;2039.00", "size": "221;16", "children": []}, {"name": null, "role": "AXStaticText", "description": null, "role_description": "text", "value": "⌥⌘3", "position": "440.00;2039.00", "size": "129;16", "children": []}, {"name": null, "role": "AXStaticText", "description": null, "role_description": "text", "value": "In Windows", "position": "570.00;2039.00", "size": "129;16", "children": []}, {"name": null, "role": "AXStaticText", "description": null, "role_description": "text", "value": "Git", "position": "700.00;2039.00", "size": "129;16", "children": []}, {"name": null, "role": "AXStaticText", "description": null, "role_description": "text", "value": " ", "position": "830.00;2039.00", "size": "49;16", "children": []}]}, {"name": null, "role": "AXRow", "description": null, "role_description": "outline row", "value": null, "position": "200.00;2056.00", "size": "695;17", "children": [{"name": null, "role": "AXStaticText", "description": null, "role_description": "text", "value": "Compare File in Index with HEAD Revision", "position": "218.00;2056.00", "size": "221;16", "children": []}, {"name": null, "role": "AXStaticText", "description": null, "role_description": "text", "value": "", "position": "440.00;2056.00", "size": "129;16", "children": []}, {"name": null, "role": "AXStaticText", "description": null, "role_description": "text", "value": "", "position": "570.00;2056.00", "size": "129;16", "children": []}, {"name": null, "role": "AXStaticText", "description": null, "role_description": "text", "value": "Git", "position": "700.00;2056.00", "size": "129;16", "children": []}, {"name": null, "role": "AXStaticText", "description": null, "role_description": "text", "value": " ", "position": "830.00;2056.00", "size": "49;16", "children": []}]}, {"name": null, "role": "AXRow", "description": null, "role_description": "outline row", "value": null, "position": "200.00;2073.00", "size": "695;17", "children": [{"name": null, "role": "AXStaticText", "description": null, "role_description": "text", "value": "Compare in Dialog", "position": "218.00;2073.00", "size": "221;16", "children": []}, {"name": null, "role": "AXStaticText", "description": null, "role_description": "text", "value": "", "position": "440.00;2073.00", "size": "129;16", "children": []}, {"name": null, "role": "AXStaticText", "description": null, "role_description": "text", "value": "", "position": "570.00;2073.00", "size": "129;16", "children": []}, {"name": null, "role": "AXStaticText", "description": null, "role_description": "text", "value": "Compare", "position": "700.00;2073.00", "size": "129;16", "children": []}, {"name": null, "role": "AXStaticText", "description": null, "role_description": "text", "value": " ", "position": "830.00;2073.00", "size": "49;16", "children": []}]}, {"name": null, "role": "AXRow", "description": null, "role_description": "outline row", "value": null, "position": "200.00;2090.00", "size": "695;17", "children": [{"name": null, "role": "AXStaticText", "description": null, "role_description": "text", "value": "Compare in new Editor", "position": "218.00;2090.00", "size": "221;16", "children": []}, {"name": null, "role": "AXStaticText", "description": null, "role_description": "text", "value": "", "position": "440.00;2090.00", "size": "129;16", "children": []}, {"name": null, "role": "AXStaticText", "description": null, "role_description": "text", "value": "", "position": "570.00;2090.00", "size": "129;16", "children": []}, {"name": null, "role": "AXStaticText", "description": null, "role_description": "text", "value": "Compare", "position": "700.00;2090.00", "size": "129;16", "children": []}, {"name": null, "role": "AXStaticText", "description": null, "role_description": "text", "value": " ", "position": "830.00;2090.00", "size": "49;16", "children": []}]}, {"name": null, "role": "AXRow", "description": null, "role_description": "outline row", "value": null, "position": "200.00;2107.00", "size": "695;17", "children": [{"name": null, "role": "AXStaticText", "description": null, "role_description": "text", "value": "Compare with Branch, Tag or Reference...", "position": "218.00;2107.00", "size": "221;16", "children": []}, {"name": null, "role": "AXStaticText", "description": null, "role_description": "text", "value": "", "position": "440.00;2107.00", "size": "129;16", "children": []}, {"name": null, "role": "AXStaticText", "description": null, "role_description": "text", "value": "", "position": "570.00;2107.00", "size": "129;16", "children": []}, {"name": null, "role": "AXStaticText", "description": null, "role_description": "text", "value": "Git", "position": "700.00;2107.00", "size": "129;16", "children": []}, {"name": null, "role": "AXStaticText", "description": null, "role_description": "text", "value": " ", "position": "830.00;2107.00", "size": "49;16", "children": []}]}, {"name": null, "role": "AXRow", "description": null, "role_description": "outline row", "value": null, "position": "200.00;2124.00", "size": "695;17", "children": [{"name": null, "role": "AXStaticText", "description": null, "role_description": "text", "value": "Compare with Commit...", "position": "218.00;2124.00", "size": "221;16", "children": []}, {"name": null, "role": "AXStaticText", "description": null, "role_description": "text", "value": "", "position": "440.00;2124.00", "size": "129;16", "children": []}, {"name": null, "role": "AXStaticText", "description": null, "role_description": "text", "value": "", "position": "570.00;2124.00", "size": "129;16", "children": []}, {"name": null, "role": "AXStaticText", "description": null, "role_description": "text", "value": "Git", "position": "700.00;2124.00", "size": "129;16", "children": []}, {"name": null, "role": "AXStaticText", "description": null, "role_description": "text", "value": " ", "position": "830.00;2124.00", "size": "49;16", "children": []}]}, {"name": null, "role": "AXRow", "description": null, "role_description": "outline row", "value": null, "position": "200.00;2141.00", "size": "695;17", "children": [{"name": null, "role": "AXStaticText", "description": null, "role_description": "text", "value": "Compare with Each Other", "position": "218.00;2141.00", "size": "221;16", "children": []}, {"name": null, "role": "AXStaticText", "description": null, "role_description": "text", "value": "", "position": "440.00;2141.00", "size": "129;16", "children": []}, {"name": null, "role": "AXStaticText", "description": null, "role_description": "text", "value": "", "position": "570.00;2141.00", "size": "129;16", "children": []}, {"name": null, "role": "AXStaticText", "description": null, "role_description": "text", "value": "Compare", "position": "700.00;2141.00", "size": "129;16", "children": []}, {"name": null, "role": "AXStaticText", "description": null, "role_description": "text", "value": " ", "position": "830.00;2141.00", "size": "49;16", "children": []}]}, {"name": null, "role": "AXRow", "description": null, "role_description": "outline row", "value": null, "position": "200.00;2158.00", "size": "695;17", "children": [{"name": null, "role": "AXStaticText", "description": null, "role_description": "text", "value": "Compare with HEAD Revision", "position": "218.00;2158.00", "size": "221;16", "children": []}, {"name": null, "role": "AXStaticText", "description": null, "role_description": "text", "value": "", "position": "440.00;2158.00", "size": "129;16", "children": []}, {"name": null, "role": "AXStaticText", "description": null, "role_description": "text", "value": "", "position": "570.00;2158.00", "size": "129;16", "children": []}, {"name": null, "role": "AXStaticText", "description": null, "role_description": "text", "value": "Git", "position": "700.00;2158.00", "size": "129;16", "children": []}, {"name": null, "role": "AXStaticText", "description": null, "role_description": "text", "value": " ", "position": "830.00;2158.00", "size": "49;16", "children": []}]}, {"name": null, "role": "AXRow", "description": null, "role_description": "outline row", "value": null, "position": "200.00;2175.00", "size": "695;17", "children": [{"name": null, "role": "AXStaticText", "description": null, "role_description": "text", "value": "Compare with Index", "position": "218.00;2175.00", "size": "221;16", "children": []}, {"name": null, "role": "AXStaticText", "description": null, "role_description": "text", "value": "", "position": "440.00;2175.00", "size": "129;16", "children": []}, {"name": null, "role": "AXStaticText", "description": null, "role_description": "text", "value": "", "position": "570.00;2175.00", "size": "129;16", "children": []}, {"name": null, "role": "AXStaticText", "description": null, "role_description": "text", "value": "Git", "position": "700.00;2175.00", "size": "129;16", "children": []}, {"name": null, "role": "AXStaticText", "description": null, "role_description": "text", "value": " ", "position": "830.00;2175.00", "size": "49;16", "children": []}]}, {"name": null, "role": "AXRow", "description": null, "role_description": "outline row", "value": null, "position": "200.00;2192.00", "size": "695;17", "children": [{"name": null, "role": "AXStaticText", "description": null, "role_description": "text", "value": "Compare With Other Resource", "position": "218.00;2192.00", "size": "221;16", "children": []}, {"name": null, "role": "AXStaticText", "description": null, "role_description": "text", "value": "", "position": "440.00;2192.00", "size": "129;16", "children": []}, {"name": null, "role": "AXStaticText", "description": null, "role_description": "text", "value": "", "position": "570.00;2192.00", "size": "129;16", "children": []}, {"name": null, "role": "AXStaticText", "description": null, "role_description": "text", "value": "Compare", "position": "700.00;2192.00", "size": "129;16", "children": []}, {"name": null, "role": "AXStaticText", "description": null, "role_description": "text", "value": " ", "position": "830.00;2192.00", "size": "49;16", "children": []}]}, {"name": null, "role": "AXRow", "description": null, "role_description": "outline row", "value": null, "position": "200.00;2209.00", "size": "695;17", "children": [{"name": null, "role": "AXStaticText", "description": null, "role_description": "text", "value": "Compare with Previous Revision", "position": "218.00;2209.00", "size": "221;16", "children": []}, {"name": null, "role": "AXStaticText", "description": null, "role_description": "text", "value": "", "position": "440.00;2209.00", "size": "129;16", "children": []}, {"name": null, "role": "AXStaticText", "description": null, "role_description": "text", "value": "", "position": "570.00;2209.00", "size": "129;16", "children": []}, {"name": null, "role": "AXStaticText", "description": null, "role_description": "text", "value": "Git", "position": "700.00;2209.00", "size": "129;16", "children": []}, {"name": null, "role": "AXStaticText", "description": null, "role_description": "text", "value": " ", "position": "830.00;2209.00", "size": "49;16", "children": []}]}, {"name": null, "role": "AXRow", "description": null, "role_description": "outline row", "value": null, "position": "200.00;2226.00", "size": "695;17", "children": [{"name": null, "role": "AXStaticText", "description": null, "role_description": "text", "value": "Compare with Working Tree", "position": "218.00;2226.00", "size": "221;16", "children": []}, {"name": null, "role": "AXStaticText", "description": null, "role_description": "text", "value": "", "position": "440.00;2226.00", "size": "129;16", "children": []}, {"name": null, "role": "AXStaticText", "description": null, "role_description": "text", "value": "", "position": "570.00;2226.00", "size": "129;16", "children": []}, {"name": null, "role": "AXStaticText", "description": null, "role_description": "text", "value": "Git", "position": "700.00;2226.00", "size": "129;16", "children": []}, {"name": null, "role": "AXStaticText", "description": null, "role_description": "text", "value": " ", "position": "830.00;2226.00", "size": "49;16", "children": []}]}, {"name": null, "role": "AXRow", "description": null, "role_description": "outline row", "value": null, "position": "200.00;2243.00", "size": "695;17", "children": [{"name": null, "role": "AXStaticText", "description": null, "role_description": "text", "value": "Configure Branch", "position": "218.00;2243.00", "size": "221;16", "children": []}, {"name": null, "role": "AXStaticText", "description": null, "role_description": "text", "value": "", "position": "440.00;2243.00", "size": "129;16", "children": []}, {"name": null, "role": "AXStaticText", "description": null, "role_description": "text", "value": "", "position": "570.00;2243.00", "size": "129;16", "children": []}, {"name": null, "role": "AXStaticText", "description": null, "role_description": "text", "value": "Git", "position": "700.00;2243.00", "size": "129;16", "children": []}, {"name": null, "role": "AXStaticText", "description": null, "role_description": "text", "value": " ", "position": "830.00;2243.00", "size": "49;16", "children": []}]}, {"name": null, "role": "AXRow", "description": null, "role_description": "outline row", "value": null, "position": "200.00;2260.00", "size": "695;17", "children": [{"name": null, "role": "AXStaticText", "description": null, "role_description": "text", "value": "Configure Categories And Paste", "position": "218.00;2260.00", "size": "221;16", "children": []}, {"name": null, "role": "AXStaticText", "description": null, "role_description": "text", "value": "", "position": "440.00;2260.00", "size": "129;16", "children": []}, {"name": null, "role": "AXStaticText", "description": null, "role_description": "text", "value": "", "position": "570.00;2260.00", "size": "129;16", "children": []}, {"name": null, "role": "AXStaticText", "description": null, "role_description": "text", "value": "NatTable Rows Catgerory", "position": "700.00;2260.00", "size": "129;16", "children": []}, {"name": null, "role": "AXStaticText", "description": null, "role_description": "text", "value": " ", "position": "830.00;2260.00", "size": "49;16", "children": []}]}, {"name": null, "role": "AXRow", "description": null, "role_description": "outline row", "value": null, "position": "200.00;2277.00", "size": "695;17", "children": [{"name": null, "role": "AXStaticText", "description": null, "role_description": "text", "value": "Configure Fetch...", "position": "218.00;2277.00", "size": "221;16", "children": []}, {"name": null, "role": "AXStaticText", "description": null, "role_description": "text", "value": "", "position": "440.00;2277.00", "size": "129;16", "children": []}, {"name": null, "role": "AXStaticText", "description": null, "role_description": "text", "value": "", "position": "570.00;2277.00", "size": "129;16", "children": []}, {"name": null, "role": "AXStaticText", "description": null, "role_description": "text", "value": "Git", "position": "700.00;2277.00", "size": "129;16", "children": []}, {"name": null, "role": "AXStaticText", "description": null, "role_description": "text", "value": " ", "position": "830.00;2277.00", "size": "49;16", "children": []}]}, {"name": null, "role": "AXRow", "description": null, "role_description": "outline row", "value": null, "position": "200.00;2294.00", "size": "695;17", "children": [{"name": null, "role": "AXStaticText", "description": null, "role_description": "text", "value": "Configure Git Debug Trace", "position": "218.00;2294.00", "size": "221;16", "children": []}, {"name": null, "role": "AXStaticText", "description": null, "role_description": "text", "value": "", "position": "440.00;2294.00", "size": "129;16", "children": []}, {"name": null, "role": "AXStaticText", "description": null, "role_description": "text", "value": "", "position": "570.00;2294.00", "size": "129;16", "children": []}, {"name": null, "role": "AXStaticText", "description": null, "role_description": "text", "value": "Git", "position": "700.00;2294.00", "size": "129;16", "children": []}, {"name": null, "role": "AXStaticText", "description": null, "role_description": "text", "value": " ", "position": "830.00;2294.00", "size": "49;16", "children": []}]}, {"name": null, "role": "AXRow", "description": null, "role_description": "outline row", "value": null, "position": "200.00;2311.00", "size": "695;17", "children": [{"name": null, "role": "AXStaticText", "description": null, "role_description": "text", "value": "Configure Push...", "position": "218.00;2311.00", "size": "221;16", "children": []}, {"name": null, "role": "AXStaticText", "description": null, "role_description": "text", "value": "", "position": "440.00;2311.00", "size": "129;16", "children": []}, {"name": null, "role": "AXStaticText", "description": null, "role_description": "text", "value": "", "position": "570.00;2311.00", "size": "129;16", "children": []}, {"name": null, "role": "AXStaticText", "description": null, "role_description": "text", "value": "Git", "position": "700.00;2311.00", "size": "129;16", "children": []}, {"name": null, "role": "AXStaticText", "description": null, "role_description": "text", "value": " ", "position": "830.00;2311.00", "size": "49;16", "children": []}]}, {"name": null, "role": "AXRow", "description": null, "role_description": "outline row", "value": null, "position": "200.00;2328.00", "size": "695;17", "children": [{"name": null, "role": "AXStaticText", "description": null, "role_description": "text", "value": "Configure Upstream Fetch", "position": "218.00;2328.00", "size": "221;16", "children": []}, {"name": null, "role": "AXStaticText", "description": null, "role_description": "text", "value": "", "position": "440.00;2328.00", "size": "129;16", "children": []}, {"name": null, "role": "AXStaticText", "description": null, "role_description": "text", "value": "", "position": "570.00;2328.00", "size": "129;16", "children": []}, {"name": null, "role": "AXStaticText", "description": null, "role_description": "text", "value": "Git", "position": "700.00;2328.00", "size": "129;16", "children": []}, {"name": null, "role": "AXStaticText", "description": null, "role_description": "text", "value": " ", "position": "830.00;2328.00", "size": "49;16", "children": []}]}, {"name": null, "role": "AXRow", "description": null, "role_description": "outline row", "value": null, "position": "200.00;2345.00", "size": "695;17", "children": [{"name": null, "role": "AXStaticText", "description": null, "role_description": "text", "value": "Configure Upstream Push", "position": "218.00;2345.00", "size": "221;16", "children": []}, {"name": null, "role": "AXStaticText", "description": null, "role_description": "text", "value": "", "position": "440.00;2345.00", "size": "129;16", "children": []}, {"name": null, "role": "AXStaticText", "description": null, "role_description": "text", "value": "", "position": "570.00;2345.00", "size": "129;16", "children": []}, {"name": null, "role": "AXStaticText", "description": null, "role_description": "text", "value": "Git", "position": "700.00;2345.00", "size": "129;16", "children": []}, {"name": null, "role": "AXStaticText", "description": null, "role_description": "text", "value": " ", "position": "830.00;2345.00", "size": "49;16", "children": []}]}, {"name": null, "role": "AXRow", "description": null, "role_description": "outline row", "value": null, "position": "200.00;2362.00", "size": "695;17", "children": [{"name": null, "role": "AXStaticText", "description": null, "role_description": "text", "value": "Content Assist", "position": "218.00;2362.00", "size": "221;16", "children": []}, {"name": null, "role": "AXStaticText", "description": null, "role_description": "text", "value": "⌃Space", "position": "440.00;2362.00", "size": "129;16", "children": []}, {"name": null, "role": "AXStaticText", "description": null, "role_description": "text", "value": "In Dialogs and Windows", "position": "570.00;2362.00", "size": "129;16", "children": []}, {"name": null, "role": "AXStaticText", "description": null, "role_description": "text", "value": "Edit", "position": "700.00;2362.00", "size": "129;16", "children": []}, {"name": null, "role": "AXStaticText", "description": null, "role_description": "text", "value": " ", "position": "830.00;2362.00", "size": "49;16", "children": []}]}, {"name": null, "role": "AXRow", "description": null, "role_description": "outline row", "value": null, "position": "200.00;2379.00", "size": "695;17", "children": [{"name": null, "role": "AXStaticText", "description": null, "role_description": "text", "value": "Content Assist (API Tools Proposals)", "position": "218.00;2379.00", "size": "221;16", "children": []}, {"name": null, "role": "AXStaticText", "description": null, "role_description": "text", "value": "", "position": "440.00;2379.00", "size": "129;16", "children": []}, {"name": null, "role": "AXStaticText", "description": null, "role_description": "text", "value": "", "position": "570.00;2379.00", "size": "129;16", "children": []}, {"name": null, "role": "AXStaticText", "description": null, "role_description": "text", "value": "Edit", "position": "700.00;2379.00", "size": "129;16", "children": []}, {"name": null, "role": "AXStaticText", "description": null, "role_description": "text", "value": " ", "position": "830.00;2379.00", "size": "49;16", "children": []}]}, {"name": null, "role": "AXRow", "description": null, "role_description": "outline row", "value": null, "position": "200.00;2396.00", "size": "695;17", "children": [{"name": null, "role": "AXStaticText", "description": null, "role_description": "text", "value": "Content Assist (Basic Proposals)", "position": "218.00;2396.00", "size": "221;16", "children": []}, {"name": null, "role": "AXStaticText", "description": null, "role_description": "text", "value": "", "position": "440.00;2396.00", "size": "129;16", "children": []}, {"name": null, "role": "AXStaticText", "description": null, "role_description": "text", "value": "", "position": "570.00;2396.00", "size": "129;16", "children": []}, {"name": null, "role": "AXStaticText", "description": null, "role_description": "text", "value": "Edit", "position": "700.00;2396.00", "size": "129;16", "children": []}, {"name": null, "role": "AXStaticText", "description": null, "role_description": "text", "value": " ", "position": "830.00;2396.00", "size": "49;16", "children": []}]}, {"name": null, "role": "AXRow", "description": null, "role_description": "outline row", "value": null, "position": "200.00;2413.00", "size": "695;17", "children": [{"name": null, "role": "AXStaticText", "description": null, "role_description": "text", "value": "Content Assist (Chain Template Proposals)", "position": "218.00;2413.00", "size": "221;16", "children": []}, {"name": null, "role": "AXStaticText", "description": null, "role_description": "text", "value": "", "position": "440.00;2413.00", "size": "129;16", "children": []}, {"name": null, "role": "AXStaticText", "description": null, "role_description": "text", "value": "", "position": "570.00;2413.00", "size": "129;16", "children": []}, {"name": null, "role": "AXStaticText", "description": null, "role_description": "text", "value": "Edit", "position": "700.00;2413.00", "size": "129;16", "children": []}, {"name": null, "role": "AXStaticText", "description": null, "role_description": "text", "value": " ", "position": "830.00;2413.00", "size": "49;16", "children": []}]}, {"name": null, "role": "AXRow", "description": null, "role_description": "outline row", "value": null, "position": "200.00;2430.00", "size": "695;17", "children": [{"name": null, "role": "AXStaticText", "description": null, "role_description": "text", "value": "Content Assist (e4 proposals)", "position": "218.00;2430.00", "size": "221;16", "children": []}, {"name": null, "role": "AXStaticText", "description": null, "role_description": "text", "value": "", "position": "440.00;2430.00", "size": "129;16", "children": []}, {"name": null, "role": "AXStaticText", "description": null, "role_description": "text", "value": "", "position": "570.00;2430.00", "size": "129;16", "children": []}, {"name": null, "role": "AXStaticText", "description": null, "role_description": "text", "value": "Edit", "position": "700.00;2430.00", "size": "129;16", "children": []}, {"name": null, "role": "AXStaticText", "description": null, "role_description": "text", "value": " ", "position": "830.00;2430.00", "size": "49;16", "children": []}]}, {"name": null, "role": "AXRow", "description": null, "role_description": "outline row", "value": null, "position": "200.00;2447.00", "size": "695;17", "children": [{"name": null, "role": "AXStaticText", "description": null, "role_description": "text", "value": "Content Assist (Java Non-Type Proposals)", "position": "218.00;2447.00", "size": "221;16", "children": []}, {"name": null, "role": "AXStaticText", "description": null, "role_description": "text", "value": "", "position": "440.00;2447.00", "size": "129;16", "children": []}, {"name": null, "role": "AXStaticText", "description": null, "role_description": "text", "value": "", "position": "570.00;2447.00", "size": "129;16", "children": []}, {"name": null, "role": "AXStaticText", "description": null, "role_description": "text", "value": "Edit", "position": "700.00;2447.00", "size": "129;16", "children": []}, {"name": null, "role": "AXStaticText", "description": null, "role_description": "text", "value": " ", "position": "830.00;2447.00", "size": "49;16", "children": []}]}, {"name": null, "role": "AXRow", "description": null, "role_description": "outline row", "value": null, "position": "200.00;2464.00", "size": "695;17", "children": [{"name": null, "role": "AXStaticText", "description": null, "role_description": "text", "value": "Content Assist (Java Postfix Template Proposals)", "position": "218.00;2464.00", "size": "221;16", "children": []}, {"name": null, "role": "AXStaticText", "description": null, "role_description": "text", "value": "", "position": "440.00;2464.00", "size": "129;16", "children": []}, {"name": null, "role": "AXStaticText", "description": null, "role_description": "text", "value": "", "position": "570.00;2464.00", "size": "129;16", "children": []}, {"name": null, "role": "AXStaticText", "description": null, "role_description": "text", "value": "Edit", "position": "700.00;2464.00", "size": "129;16", "children": []}, {"name": null, "role": "AXStaticText", "description": null, "role_description": "text", "value": " ", "position": "830.00;2464.00", "size": "49;16", "children": []}]}, {"name": null, "role": "AXRow", "description": null, "role_description": "outline row", "value": null, "position": "200.00;2481.00", "size": "695;17", "children": [{"name": null, "role": "AXStaticText", "description": null, "role_description": "text", "value": "Content Assist (Java Proposals (Task-Focused))", "position": "218.00;2481.00", "size": "221;16", "children": []}, {"name": null, "role": "AXStaticText", "description": null, "role_description": "text", "value": "", "position": "440.00;2481.00", "size": "129;16", "children": []}, {"name": null, "role": "AXStaticText", "description": null, "role_description": "text", "value": "", "position": "570.00;2481.00", "size": "129;16", "children": []}, {"name": null, "role": "AXStaticText", "description": null, "role_description": "text", "value": "Edit", "position": "700.00;2481.00", "size": "129;16", "children": []}, {"name": null, "role": "AXStaticText", "description": null, "role_description": "text", "value": " ", "position": "830.00;2481.00", "size": "49;16", "children": []}]}, {"name": null, "role": "AXRow", "description": null, "role_description": "outline row", "value": null, "position": "200.00;2498.00", "size": "695;17", "children": [{"name": null, "role": "AXStaticText", "description": null, "role_description": "text", "value": "Content Assist (Java Proposals)", "position": "218.00;2498.00", "size": "221;16", "children": []}, {"name": null, "role": "AXStaticText", "description": null, "role_description": "text", "value": "", "position": "440.00;2498.00", "size": "129;16", "children": []}, {"name": null, "role": "AXStaticText", "description": null, "role_description": "text", "value": "", "position": "570.00;2498.00", "size": "129;16", "children": []}, {"name": null, "role": "AXStaticText", "description": null, "role_description": "text", "value": "Edit", "position": "700.00;2498.00", "size": "129;16", "children": []}, {"name": null, "role": "AXStaticText", "description": null, "role_description": "text", "value": " ", "position": "830.00;2498.00", "size": "49;16", "children": []}]}, {"name": null, "role": "AXRow", "description": null, "role_description": "outline row", "value": null, "position": "200.00;2515.00", "size": "695;17", "children": [{"name": null, "role": "AXStaticText", "description": null, "role_description": "text", "value": "Content Assist (Java Type Proposals)", "position": "218.00;2515.00", "size": "221;16", "children": []}, {"name": null, "role": "AXStaticText", "description": null, "role_description": "text", "value": "", "position": "440.00;2515.00", "size": "129;16", "children": []}, {"name": null, "role": "AXStaticText", "description": null, "role_description": "text", "value": "", "position": "570.00;2515.00", "size": "129;16", "children": []}, {"name": null, "role": "AXStaticText", "description": null, "role_description": "text", "value": "Edit", "position": "700.00;2515.00", "size": "129;16", "children": []}, {"name": null, "role": "AXStaticText", "description": null, "role_description": "text", "value": " ", "position": "830.00;2515.00", "size": "49;16", "children": []}]}, {"name": null, "role": "AXRow", "description": null, "role_description": "outline row", "value": null, "position": "200.00;2532.00", "size": "695;17", "children": [{"name": null, "role": "AXStaticText", "description": null, "role_description": "text", "value": "Content Assist (SWT Template Proposals)", "position": "218.00;2532.00", "size": "221;16", "children": []}, {"name": null, "role": "AXStaticText", "description": null, "role_description": "text", "value": "", "position": "440.00;2532.00", "size": "129;16", "children": []}, {"name": null, "role": "AXStaticText", "description": null, "role_description": "text", "value": "", "position": "570.00;2532.00", "size": "129;16", "children": []}, {"name": null, "role": "AXStaticText", "description": null, "role_description": "text", "value": "Edit", "position": "700.00;2532.00", "size": "129;16", "children": []}, {"name": null, "role": "AXStaticText", "description": null, "role_description": "text", "value": " ", "position": "830.00;2532.00", "size": "49;16", "children": []}]}, {"name": null, "role": "AXRow", "description": null, "role_description": "outline row", "value": null, "position": "200.00;2549.00", "size": "695;17", "children": [{"name": null, "role": "AXStaticText", "description": null, "role_description": "text", "value": "Content Assist (Template Proposals)", "position": "218.00;2549.00", "size": "221;16", "children": []}, {"name": null, "role": "AXStaticText", "description": null, "role_description": "text", "value": "", "position": "440.00;2549.00", "size": "129;16", "children": []}, {"name": null, "role": "AXStaticText", "description": null, "role_description": "text", "value": "", "position": "570.00;2549.00", "size": "129;16", "children": []}, {"name": null, "role": "AXStaticText", "description": null, "role_description": "text", "value": "Edit", "position": "700.00;2549.00", "size": "129;16", "children": []}, {"name": null, "role": "AXStaticText", "description": null, "role_description": "text", "value": " ", "position": "830.00;2549.00", "size": "49;16", "children": []}]}, {"name": null, "role": "AXRow", "description": null, "role_description": "outline row", "value": null, "position": "200.00;2566.00", "size": "695;17", "children": [{"name": null, "role": "AXStaticText", "description": null, "role_description": "text", "value": "Content Assist (Word Proposals)", "position": "218.00;2566.00", "size": "221;16", "children": []}, {"name": null, "role": "AXStaticText", "description": null, "role_description": "text", "value": "", "position": "440.00;2566.00", "size": "129;16", "children": []}, {"name": null, "role": "AXStaticText", "description": null, "role_description": "text", "value": "", "position": "570.00;2566.00", "size": "129;16", "children": []}, {"name": null, "role": "AXStaticText", "description": null, "role_description": "text", "value": "Edit", "position": "700.00;2566.00", "size": "129;16", "children": []}, {"name": null, "role": "AXStaticText", "description": null, "role_description": "text", "value": " ", "position": "830.00;2566.00", "size": "49;16", "children": []}]}, {"name": null, "role": "AXRow", "description": null, "role_description": "outline row", "value": null, "position": "200.00;2583.00", "size": "695;17", "children": [{"name": null, "role": "AXStaticText", "description": null, "role_description": "text", "value": "Context Information", "position": "218.00;2583.00", "size": "221;16", "children": []}, {"name": null, "role": "AXStaticText", "description": null, "role_description": "text", "value": "⌃⇧Space", "position": "440.00;2583.00", "size": "129;16", "children": []}, {"name": null, "role": "AXStaticText", "description": null, "role_description": "text", "value": "In Dialogs and Windows", "position": "570.00;2583.00", "size": "129;16", "children": []}, {"name": null, "role": "AXStaticText", "description": null, "role_description": "text", "value": "Edit", "position": "700.00;2583.00", "size": "129;16", "children": []}, {"name": null, "role": "AXStaticText", "description": null, "role_description": "text", "value": " ", "position": "830.00;2583.00", "size": "49;16", "children": []}]}, {"name": null, "role": "AXRow", "description": null, "role_description": "outline row", "value": null, "position": "200.00;2600.00", "size": "695;17", "children": [{"name": null, "role": "AXStaticText", "description": null, "role_description": "text", "value": "Continue Rebase", "position": "218.00;2600.00", "size": "221;16", "children": []}, {"name": null, "role": "AXStaticText", "description": null, "role_description": "text", "value": "", "position": "440.00;2600.00", "size": "129;16", "children": []}, {"name": null, "role": "AXStaticText", "description": null, "role_description": "text", "value": "", "position": "570.00;2600.00", "size": "129;16", "children": []}, {"name": null, "role": "AXStaticText", "description": null, "role_description": "text", "value": "Git", "position": "700.00;2600.00", "size": "129;16", "children": []}, {"name": null, "role": "AXStaticText", "description": null, "role_description": "text", "value": " ", "position": "830.00;2600.00", "size": "49;16", "children": []}]}, {"name": null, "role": "AXRow", "description": null, "role_description": "outline row", "value": null, "position": "200.00;2617.00", "size": "695;17", "children": [{"name": null, "role": "AXStaticText", "description": null, "role_description": "text", "value": "Convert Anonymous Class to Nested", "position": "218.00;2617.00", "size": "221;16", "children": []}, {"name": null, "role": "AXStaticText", "description": null, "role_description": "text", "value": "", "position": "440.00;2617.00", "size": "129;16", "children": []}, {"name": null, "role": "AXStaticText", "description": null, "role_description": "text", "value": "", "position": "570.00;2617.00", "size": "129;16", "children": []}, {"name": null, "role": "AXStaticText", "description": null, "role_description": "text", "value": "Refactor - Java", "position": "700.00;2617.00", "size": "129;16", "children": []}, {"name": null, "role": "AXStaticText", "description": null, "role_description": "text", "value": " ", "position": "830.00;2617.00", "size": "49;16", "children": []}]}, {"name": null, "role": "AXRow", "description": null, "role_description": "outline row", "value": null, "position": "200.00;2634.00", "size": "695;17", "children": [{"name": null, "role": "AXStaticText", "description": null, "role_description": "text", "value": "Convert Line Delimiters to Unix (LF, \\n, 0A, ¶)", "position": "218.00;2634.00", "size": "221;16", "children": []}, {"name": null, "role": "AXStaticText", "description": null, "role_description": "text", "value": "", "position": "440.00;2634.00", "size": "129;16", "children": []}, {"name": null, "role": "AXStaticText", "description": null, "role_description": "text", "value": "", "position": "570.00;2634.00", "size": "129;16", "children": []}, {"name": null, "role": "AXStaticText", "description": null, "role_description": "text", "value": "File", "position": "700.00;2634.00", "size": "129;16", "children": []}, {"name": null, "role": "AXStaticText", "description": null, "role_description": "text", "value": " ", "position": "830.00;2634.00", "size": "49;16", "children": []}]}, {"name": null, "role": "AXRow", "description": null, "role_description": "outline row", "value": null, "position": "200.00;2651.00", "size": "695;17", "children": [{"name": null, "role": "AXStaticText", "description": null, "role_description": "text", "value": "Convert Line Delimiters to Windows (CRLF, \\r\\n, 0D0A, ¤¶)", "position": "218.00;2651.00", "size": "221;16", "children": []}, {"name": null, "role": "AXStaticText", "description": null, "role_description": "text", "value": "", "position": "440.00;2651.00", "size": "129;16", "children": []}, {"name": null, "role": "AXStaticText", "description": null, "role_description": "text", "value": "", "position": "570.00;2651.00", "size": "129;16", "children": []}, {"name": null, "role": "AXStaticText", "description": null, "role_description": "text", "value": "File", "position": "700.00;2651.00", "size": "129;16", "children": []}, {"name": null, "role": "AXStaticText", "description": null, "role_description": "text", "value": " ", "position": "830.00;2651.00", "size": "49;16", "children": []}]}, {"name": null, "role": "AXRow", "description": null, "role_description": "outline row", "value": null, "position": "200.00;2668.00", "size": "695;17", "children": [{"name": null, "role": "AXStaticText", "description": null, "role_description": "text", "value": "Convert Local Variable to Field", "position": "218.00;2668.00", "size": "221;16", "children": []}, {"name": null, "role": "AXStaticText", "description": null, "role_description": "text", "value": "", "position": "440.00;2668.00", "size": "129;16", "children": []}, {"name": null, "role": "AXStaticText", "description": null, "role_description": "text", "value": "", "position": "570.00;2668.00", "size": "129;16", "children": []}, {"name": null, "role": "AXStaticText", "description": null, "role_description": "text", "value": "Refactor - Java", "position": "700.00;2668.00", "size": "129;16", "children": []}, {"name": null, "role": "AXStaticText", "description": null, "role_description": "text", "value": " ", "position": "830.00;2668.00", "size": "49;16", "children": []}]}, {"name": null, "role": "AXRow", "description": null, "role_description": "outline row", "value": null, "position": "200.00;2685.00", "size": "695;17", "children": [{"name": null, "role": "AXStaticText", "description": null, "role_description": "text", "value": "Convert to OCL Project", "position": "218.00;2685.00", "size": "221;16", "children": []}, {"name": null, "role": "AXStaticText", "description": null, "role_description": "text", "value": "", "position": "440.00;2685.00", "size": "129;16", "children": []}, {"name": null, "role": "AXStaticText", "description": null, "role_description": "text", "value": "", "position": "570.00;2685.00", "size": "129;16", "children": []}, {"name": null, "role": "AXStaticText", "description": null, "role_description": "text", "value": "Project", "position": "700.00;2685.00", "size": "129;16", "children": []}, {"name": null, "role": "AXStaticText", "description": null, "role_description": "text", "value": " ", "position": "830.00;2685.00", "size": "49;16", "children": []}]}, {"name": null, "role": "AXRow", "description": null, "role_description": "outline row", "value": null, "position": "200.00;2702.00", "size": "695;17", "children": [{"name": null, "role": "AXStaticText", "description": null, "role_description": "text", "value": "Convert to Xtext Project", "position": "218.00;2702.00", "size": "221;16", "children": []}, {"name": null, "role": "AXStaticText", "description": null, "role_description": "text", "value": "", "position": "440.00;2702.00", "size": "129;16", "children": []}, {"name": null, "role": "AXStaticText", "description": null, "role_description": "text", "value": "", "position": "570.00;2702.00", "size": "129;16", "children": []}, {"name": null, "role": "AXStaticText", "description": null, "role_description": "text", "value": "Project", "position": "700.00;2702.00", "size": "129;16", "children": []}, {"name": null, "role": "AXStaticText", "description": null, "role_description": "text", "value": " ", "position": "830.00;2702.00", "size": "49;16", "children": []}]}, {"name": null, "role": "AXRow", "description": null, "role_description": "outline row", "value": null, "position": "200.00;2719.00", "size": "695;17", "children": [{"name": null, "role": "AXStaticText", "description": null, "role_description": "text", "value": "Copy", "position": "218.00;2719.00", "size": "221;16", "children": []}, {"name": null, "role": "AXStaticText", "description": null, "role_description": "text", "value": "⌘C", "position": "440.00;2719.00", "size": "129;16", "children": []}, {"name": null, "role": "AXStaticText", "description": null, "role_description": "text", "value": "Diagram Editing", "position": "570.00;2719.00", "size": "129;16", "children": []}, {"name": null, "role": "AXStaticText", "description": null, "role_description": "text", "value": "Edit", "position": "700.00;2719.00", "size": "129;16", "children": []}, {"name": null, "role": "AXStaticText", "description": null, "role_description": "text", "value": " ", "position": "830.00;2719.00", "size": "49;16", "children": []}]}, {"name": null, "role": "AXRow", "description": null, "role_description": "outline row", "value": null, "position": "200.00;2736.00", "size": "695;17", "children": [{"name": null, "role": "AXStaticText", "description": null, "role_description": "text", "value": "Copy", "position": "218.00;2736.00", "size": "221;16", "children": []}, {"name": null, "role": "AXStaticText", "description": null, "role_description": "text", "value": "⌘C", "position": "440.00;2736.00", "size": "129;16", "children": []}, {"name": null, "role": "AXStaticText", "description": null, "role_description": "text", "value": "In Dialogs and Windows", "position": "570.00;2736.00", "size": "129;16", "children": []}, {"name": null, "role": "AXStaticText", "description": null, "role_description": "text", "value": "Edit", "position": "700.00;2736.00", "size": "129;16", "children": []}, {"name": null, "role": "AXStaticText", "description": null, "role_description": "text", "value": " ", "position": "830.00;2736.00", "size": "49;16", "children": []}]}, {"name": null, "role": "AXRow", "description": null, "role_description": "outline row", "value": null, "position": "200.00;2753.00", "size": "695;17", "children": [{"name": null, "role": "AXStaticText", "description": null, "role_description": "text", "value": "Copy All from Left to Right", "position": "218.00;2753.00", "size": "221;16", "children": []}, {"name": null, "role": "AXStaticText", "description": null, "role_description": "text", "value": "", "position": "440.00;2753.00", "size": "129;16", "children": []}, {"name": null, "role": "AXStaticText", "description": null, "role_description": "text", "value": "", "position": "570.00;2753.00", "size": "129;16", "children": []}, {"name": null, "role": "AXStaticText", "description": null, "role_description": "text", "value": "Compare", "position": "700.00;2753.00", "size": "129;16", "children": []}, {"name": null, "role": "AXStaticText", "description": null, "role_description": "text", "value": " ", "position": "830.00;2753.00", "size": "49;16", "children": []}]}, {"name": null, "role": "AXRow", "description": null, "role_description": "outline row", "value": null, "position": "200.00;2770.00", "size": "695;17", "children": [{"name": null, "role": "AXStaticText", "description": null, "role_description": "text", "value": "Copy All from Right to Left", "position": "218.00;2770.00", "size": "221;16", "children": []}, {"name": null, "role": "AXStaticText", "description": null, "role_description": "text", "value": "", "position": "440.00;2770.00", "size": "129;16", "children": []}, {"name": null, "role": "AXStaticText", "description": null, "role_description": "text", "value": "", "position": "570.00;2770.00", "size": "129;16", "children": []}, {"name": null, "role": "AXStaticText", "description": null, "role_description": "text", "value": "Compare", "position": "700.00;2770.00", "size": "129;16", "children": []}, {"name": null, "role": "AXStaticText", "description": null, "role_description": "text", "value": " ", "position": "830.00;2770.00", "size": "49;16", "children": []}]}, {"name": null, "role": "AXRow", "description": null, "role_description": "outline row", "value": null, "position": "200.00;2787.00", "size": "695;17", "children": [{"name": null, "role": "AXStaticText", "description": null, "role_description": "text", "value": "Copy Appearance Properties Command", "position": "218.00;2787.00", "size": "221;16", "children": []}, {"name": null, "role": "AXStaticText", "description": null, "role_description": "text", "value": "", "position": "440.00;2787.00", "size": "129;16", "children": []}, {"name": null, "role": "AXStaticText", "description": null, "role_description": "text", "value": "", "position": "570.00;2787.00", "size": "129;16", "children": []}, {"name": null, "role": "AXStaticText", "description": null, "role_description": "text", "value": "Papyrus Category", "position": "700.00;2787.00", "size": "129;16", "children": []}, {"name": null, "role": "AXStaticText", "description": null, "role_description": "text", "value": " ", "position": "830.00;2787.00", "size": "49;16", "children": []}]}, {"name": null, "role": "AXRow", "description": null, "role_description": "outline row", "value": null, "position": "200.00;2804.00", "size": "695;17", "children": [{"name": null, "role": "AXStaticText", "description": null, "role_description": "text", "value": "Copy Build Id Information To Clipboard", "position": "218.00;2804.00", "size": "221;16", "children": []}, {"name": null, "role": "AXStaticText", "description": null, "role_description": "text", "value": "", "position": "440.00;2804.00", "size": "129;16", "children": []}, {"name": null, "role": "AXStaticText", "description": null, "role_description": "text", "value": "", "position": "570.00;2804.00", "size": "129;16", "children": []}, {"name": null, "role": "AXStaticText", "description": null, "role_description": "text", "value": "Edit", "position": "700.00;2804.00", "size": "129;16", "children": []}, {"name": null, "role": "AXStaticText", "description": null, "role_description": "text", "value": " ", "position": "830.00;2804.00", "size": "49;16", "children": []}]}, {"name": null, "role": "AXRow", "description": null, "role_description": "outline row", "value": null, "position": "200.00;2821.00", "size": "695;17", "children": [{"name": null, "role": "AXStaticText", "description": null, "role_description": "text", "value": "Copy Configuration Data To Clipboard", "position": "218.00;2821.00", "size": "221;16", "children": []}, {"name": null, "role": "AXStaticText", "description": null, "role_description": "text", "value": "", "position": "440.00;2821.00", "size": "129;16", "children": []}, {"name": null, "role": "AXStaticText", "description": null, "role_description": "text", "value": "", "position": "570.00;2821.00", "size": "129;16", "children": []}, {"name": null, "role": "AXStaticText", "description": null, "role_description": "text", "value": "Edit", "position": "700.00;2821.00", "size": "129;16", "children": []}, {"name": null, "role": "AXStaticText", "description": null, "role_description": "text", "value": " ", "position": "830.00;2821.00", "size": "49;16", "children": []}]}, {"name": null, "role": "AXRow", "description": null, "role_description": "outline row", "value": null, "position": "200.00;2838.00", "size": "695;17", "children": [{"name": null, "role": "AXStaticText", "description": null, "role_description": "text", "value": "Copy Description To Clipboard", "position": "218.00;2838.00", "size": "221;16", "children": []}, {"name": null, "role": "AXStaticText", "description": null, "role_description": "text", "value": "", "position": "440.00;2838.00", "size": "129;16", "children": []}, {"name": null, "role": "AXStaticText", "description": null, "role_description": "text", "value": "", "position": "570.00;2838.00", "size": "129;16", "children": []}, {"name": null, "role": "AXStaticText", "description": null, "role_description": "text", "value": "Edit", "position": "700.00;2838.00", "size": "129;16", "children": []}, {"name": null, "role": "AXStaticText", "description": null, "role_description": "text", "value": " ", "position": "830.00;2838.00", "size": "49;16", "children": []}]}, {"name": null, "role": "AXRow", "description": null, "role_description": "outline row", "value": null, "position": "200.00;2855.00", "size": "695;17", "children": [{"name": null, "role": "AXStaticText", "description": null, "role_description": "text", "value": "Copy from Left to Right", "position": "218.00;2855.00", "size": "221;16", "children": []}, {"name": null, "role": "AXStaticText", "description": null, "role_description": "text", "value": "", "position": "440.00;2855.00", "size": "129;16", "children": []}, {"name": null, "role": "AXStaticText", "description": null, "role_description": "text", "value": "", "position": "570.00;2855.00", "size": "129;16", "children": []}, {"name": null, "role": "AXStaticText", "description": null, "role_description": "text", "value": "Compare", "position": "700.00;2855.00", "size": "129;16", "children": []}, {"name": null, "role": "AXStaticText", "description": null, "role_description": "text", "value": " ", "position": "830.00;2855.00", "size": "49;16", "children": []}]}, {"name": null, "role": "AXRow", "description": null, "role_description": "outline row", "value": null, "position": "200.00;2872.00", "size": "695;17", "children": [{"name": null, "role": "AXStaticText", "description": null, "role_description": "text", "value": "Copy from Right to Left", "position": "218.00;2872.00", "size": "221;16", "children": []}, {"name": null, "role": "AXStaticText", "description": null, "role_description": "text", "value": "", "position": "440.00;2872.00", "size": "129;16", "children": []}, {"name": null, "role": "AXStaticText", "description": null, "role_description": "text", "value": "", "position": "570.00;2872.00", "size": "129;16", "children": []}, {"name": null, "role": "AXStaticText", "description": null, "role_description": "text", "value": "Compare", "position": "700.00;2872.00", "size": "129;16", "children": []}, {"name": null, "role": "AXStaticText", "description": null, "role_description": "text", "value": " ", "position": "830.00;2872.00", "size": "49;16", "children": []}]}, {"name": null, "role": "AXRow", "description": null, "role_description": "outline row", "value": null, "position": "200.00;2889.00", "size": "695;17", "children": [{"name": null, "role": "AXStaticText", "description": null, "role_description": "text", "value": "Copy Lines", "position": "218.00;2889.00", "size": "221;16", "children": []}, {"name": null, "role": "AXStaticText", "description": null, "role_description": "text", "value": "⌥⌘↓", "position": "440.00;2889.00", "size": "129;16", "children": []}, {"name": null, "role": "AXStaticText", "description": null, "role_description": "text", "value": "Editing Text", "position": "570.00;2889.00", "size": "129;16", "children": []}, {"name": null, "role": "AXStaticText", "description": null, "role_description": "text", "value": "Text Editing", "position": "700.00;2889.00", "size": "129;16", "children": []}, {"name": null, "role": "AXStaticText", "description": null, "role_description": "text", "value": " ", "position": "830.00;2889.00", "size": "49;16", "children": []}]}, {"name": null, "role": "AXRow", "description": null, "role_description": "outline row", "value": null, "position": "200.00;2906.00", "size": "695;17", "children": [{"name": null, "role": "AXStaticText", "description": null, "role_description": "text", "value": "Copy Lines", "position": "218.00;2906.00", "size": "221;16", "children": []}, {"name": null, "role": "AXStaticText", "description": null, "role_description": "text", "value": "⌥⌘↓", "position": "440.00;2906.00", "size": "129;16", "children": []}, {"name": null, "role": "AXStaticText", "description": null, "role_description": "text", "value": "Embedded Xtext Editor context", "position": "570.00;2906.00", "size": "129;16", "children": []}, {"name": null, "role": "AXStaticText", "description": null, "role_description": "text", "value": "Text Editing", "position": "700.00;2906.00", "size": "129;16", "children": []}, {"name": null, "role": "AXStaticText", "description": null, "role_description": "text", "value": " ", "position": "830.00;2906.00", "size": "49;16", "children": []}]}, {"name": null, "role": "AXRow", "description": null, "role_description": "outline row", "value": null, "position": "200.00;2923.00", "size": "695;17", "children": [{"name": null, "role": "AXStaticText", "description": null, "role_description": "text", "value": "Copy Path to Clipboard", "position": "218.00;2923.00", "size": "221;16", "children": []}, {"name": null, "role": "AXStaticText", "description": null, "role_description": "text", "value": "⌘C", "position": "440.00;2923.00", "size": "129;16", "children": []}, {"name": null, "role": "AXStaticText", "description": null, "role_description": "text", "value": "In Git Repositories View", "position": "570.00;2923.00", "size": "129;16", "children": []}, {"name": null, "role": "AXStaticText", "description": null, "role_description": "text", "value": "Git", "position": "700.00;2923.00", "size": "129;16", "children": []}, {"name": null, "role": "AXStaticText", "description": null, "role_description": "text", "value": " ", "position": "830.00;2923.00", "size": "49;16", "children": []}]}, {"name": null, "role": "AXRow", "description": null, "role_description": "outline row", "value": null, "position": "200.00;2940.00", "size": "695;17", "children": [{"name": null, "role": "AXStaticText", "description": null, "role_description": "text", "value": "Copy Qualified Name", "position": "218.00;2940.00", "size": "221;16", "children": []}, {"name": null, "role": "AXStaticText", "description": null, "role_description": "text", "value": "", "position": "440.00;2940.00", "size": "129;16", "children": []}, {"name": null, "role": "AXStaticText", "description": null, "role_description": "text", "value": "", "position": "570.00;2940.00", "size": "129;16", "children": []}, {"name": null, "role": "AXStaticText", "description": null, "role_description": "text", "value": "Edit", "position": "700.00;2940.00", "size": "129;16", "children": []}, {"name": null, "role": "AXStaticText", "description": null, "role_description": "text", "value": " ", "position": "830.00;2940.00", "size": "49;16", "children": []}]}, {"name": null, "role": "AXRow", "description": null, "role_description": "outline row", "value": null, "position": "200.00;2957.00", "size": "695;17", "children": [{"name": null, "role": "AXStaticText", "description": null, "role_description": "text", "value": "Copy Qualified Name", "position": "218.00;2957.00", "size": "221;16", "children": []}, {"name": null, "role": "AXStaticText", "description": null, "role_description": "text", "value": "", "position": "440.00;2957.00", "size": "129;16", "children": []}, {"name": null, "role": "AXStaticText", "description": null, "role_description": "text", "value": "", "position": "570.00;2957.00", "size": "129;16", "children": []}, {"name": null, "role": "AXStaticText", "description": null, "role_description": "text", "value": "Edit", "position": "700.00;2957.00", "size": "129;16", "children": []}, {"name": null, "role": "AXStaticText", "description": null, "role_description": "text", "value": " ", "position": "830.00;2957.00", "size": "49;16", "children": []}]}, {"name": null, "role": "AXRow", "description": null, "role_description": "outline row", "value": null, "position": "200.00;2974.00", "size": "695;17", "children": [{"name": null, "role": "AXStaticText", "description": null, "role_description": "text", "value": "Copy Qualified Name", "position": "218.00;2974.00", "size": "221;16", "children": []}, {"name": null, "role": "AXStaticText", "description": null, "role_description": "text", "value": "", "position": "440.00;2974.00", "size": "129;16", "children": []}, {"name": null, "role": "AXStaticText", "description": null, "role_description": "text", "value": "", "position": "570.00;2974.00", "size": "129;16", "children": []}, {"name": null, "role": "AXStaticText", "description": null, "role_description": "text", "value": "Source", "position": "700.00;2974.00", "size": "129;16", "children": []}, {"name": null, "role": "AXStaticText", "description": null, "role_description": "text", "value": " ", "position": "830.00;2974.00", "size": "49;16", "children": []}]}, {"name": null, "role": "AXRow", "description": null, "role_description": "outline row", "value": null, "position": "200.00;2991.00", "size": "695;17", "children": [{"name": null, "role": "AXStaticText", "description": null, "role_description": "text", "value": "Copy Resource Qualified Name To Clipboard", "position": "218.00;2991.00", "size": "221;16", "children": []}, {"name": null, "role": "AXStaticText", "description": null, "role_description": "text", "value": "", "position": "440.00;2991.00", "size": "129;16", "children": []}, {"name": null, "role": "AXStaticText", "description": null, "role_description": "text", "value": "", "position": "570.00;2991.00", "size": "129;16", "children": []}, {"name": null, "role": "AXStaticText", "description": null, "role_description": "text", "value": "Edit", "position": "700.00;2991.00", "size": "129;16", "children": []}, {"name": null, "role": "AXStaticText", "description": null, "role_description": "text", "value": " ", "position": "830.00;2991.00", "size": "49;16", "children": []}]}, {"name": null, "role": "AXRow", "description": null, "role_description": "outline row", "value": null, "position": "200.00;3008.00", "size": "695;17", "children": [{"name": null, "role": "AXStaticText", "description": null, "role_description": "text", "value": "Copy Text With ANSI Escapes", "position": "218.00;3008.00", "size": "221;16", "children": []}, {"name": null, "role": "AXStaticText", "description": null, "role_description": "text", "value": "", "position": "440.00;3008.00", "size": "129;16", "children": []}, {"name": null, "role": "AXStaticText", "description": null, "role_description": "text", "value": "", "position": "570.00;3008.00", "size": "129;16", "children": []}, {"name": null, "role": "AXStaticText", "description": null, "role_description": "text", "value": "ANSI Support Commands", "position": "700.00;3008.00", "size": "129;16", "children": []}, {"name": null, "role": "AXStaticText", "description": null, "role_description": "text", "value": " ", "position": "830.00;3008.00", "size": "49;16", "children": []}]}, {"name": null, "role": "AXRow", "description": null, "role_description": "outline row", "value": null, "position": "200.00;3025.00", "size": "695;17", "children": [{"name": null, "role": "AXStaticText", "description": null, "role_description": "text", "value": "Copy Text Without ANSI Escapes", "position": "218.00;3025.00", "size": "221;16", "children": []}, {"name": null, "role": "AXStaticText", "description": null, "role_description": "text", "value": "⌘Insert", "position": "440.00;3025.00", "size": "129;16", "children": []}, {"name": null, "role": "AXStaticText", "description": null, "role_description": "text", "value": "In Console View", "position": "570.00;3025.00", "size": "129;16", "children": []}, {"name": null, "role": "AXStaticText", "description": null, "role_description": "text", "value": "ANSI Support Commands", "position": "700.00;3025.00", "size": "129;16", "children": []}, {"name": null, "role": "AXStaticText", "description": null, "role_description": "text", "value": " ", "position": "830.00;3025.00", "size": "49;16", "children": []}]}, {"name": null, "role": "AXRow", "description": null, "role_description": "outline row", "value": null, "position": "200.00;3042.00", "size": "695;17", "children": [{"name": null, "role": "AXStaticText", "description": null, "role_description": "text", "value": "Correct Indentation", "position": "218.00;3042.00", "size": "221;16", "children": []}, {"name": null, "role": "AXStaticText", "description": null, "role_description": "text", "value": "⌘I", "position": "440.00;3042.00", "size": "129;16", "children": []}, {"name": null, "role": "AXStaticText", "description": null, "role_description": "text", "value": "Editing Java Source", "position": "570.00;3042.00", "size": "129;16", "children": []}, {"name": null, "role": "AXStaticText", "description": null, "role_description": "text", "value": "Source", "position": "700.00;3042.00", "size": "129;16", "children": []}, {"name": null, "role": "AXStaticText", "description": null, "role_description": "text", "value": " ", "position": "830.00;3042.00", "size": "49;16", "children": []}]}, {"name": null, "role": "AXRow", "description": null, "role_description": "outline row", "value": null, "position": "200.00;3059.00", "size": "695;17", "children": [{"name": null, "role": "AXStaticText", "description": null, "role_description": "text", "value": "Create a Git Repository...", "position": "218.00;3059.00", "size": "221;16", "children": []}, {"name": null, "role": "AXStaticText", "description": null, "role_description": "text", "value": "", "position": "440.00;3059.00", "size": "129;16", "children": []}, {"name": null, "role": "AXStaticText", "description": null, "role_description": "text", "value": "", "position": "570.00;3059.00", "size": "129;16", "children": []}, {"name": null, "role": "AXStaticText", "description": null, "role_description": "text", "value": "Git", "position": "700.00;3059.00", "size": "129;16", "children": []}, {"name": null, "role": "AXStaticText", "description": null, "role_description": "text", "value": " ", "position": "830.00;3059.00", "size": "49;16", "children": []}]}, {"name": null, "role": "AXRow", "description": null, "role_description": "outline row", "value": null, "position": "200.00;3076.00", "size": "695;17", "children": [{"name": null, "role": "AXStaticText", "description": null, "role_description": "text", "value": "Create a new Abstraction", "position": "218.00;3076.00", "size": "221;16", "children": []}, {"name": null, "role": "AXStaticText", "description": null, "role_description": "text", "value": "", "position": "440.00;3076.00", "size": "129;16", "children": []}, {"name": null, "role": "AXStaticText", "description": null, "role_description": "text", "value": "", "position": "570.00;3076.00", "size": "129;16", "children": []}, {"name": null, "role": "AXStaticText", "description": null, "role_description": "text", "value": "Commands for the creation of UML elements", "position": "700.00;3076.00", "size": "129;16", "children": []}, {"name": null, "role": "AXStaticText", "description": null, "role_description": "text", "value": " ", "position": "830.00;3076.00", "size": "49;16", "children": []}]}, {"name": null, "role": "AXRow", "description": null, "role_description": "outline row", "value": null, "position": "200.00;3093.00", "size": "695;17", "children": [{"name": null, "role": "AXStaticText", "description": null, "role_description": "text", "value": "Create a new AcceptCallAction", "position": "218.00;3093.00", "size": "221;16", "children": []}, {"name": null, "role": "AXStaticText", "description": null, "role_description": "text", "value": "", "position": "440.00;3093.00", "size": "129;16", "children": []}, {"name": null, "role": "AXStaticText", "description": null, "role_description": "text", "value": "", "position": "570.00;3093.00", "size": "129;16", "children": []}, {"name": null, "role": "AXStaticText", "description": null, "role_description": "text", "value": "Commands for the creation of UML elements", "position": "700.00;3093.00", "size": "129;16", "children": []}, {"name": null, "role": "AXStaticText", "description": null, "role_description": "text", "value": " ", "position": "830.00;3093.00", "size": "49;16", "children": []}]}, {"name": null, "role": "AXRow", "description": null, "role_description": "outline row", "value": null, "position": "200.00;3110.00", "size": "695;17", "children": [{"name": null, "role": "AXStaticText", "description": null, "role_description": "text", "value": "Create a new AcceptEventAction", "position": "218.00;3110.00", "size": "221;16", "children": []}, {"name": null, "role": "AXStaticText", "description": null, "role_description": "text", "value": "", "position": "440.00;3110.00", "size": "129;16", "children": []}, {"name": null, "role": "AXStaticText", "description": null, "role_description": "text", "value": "", "position": "570.00;3110.00", "size": "129;16", "children": []}, {"name": null, "role": "AXStaticText", "description": null, "role_description": "text", "value": "Commands for the creation of UML elements", "position": "700.00;3110.00", "size": "129;16", "children": []}, {"name": null, "role": "AXStaticText", "description": null, "role_description": "text", "value": " ", "position": "830.00;3110.00", "size": "49;16", "children": []}]}, {"name": null, "role": "AXRow", "description": null, "role_description": "outline row", "value": null, "position": "200.00;3127.00", "size": "695;17", "children": [{"name": null, "role": "AXStaticText", "description": null, "role_description": "text", "value": "Create a new ActionExecutionSpecification", "position": "218.00;3127.00", "size": "221;16", "children": []}, {"name": null, "role": "AXStaticText", "description": null, "role_description": "text", "value": "", "position": "440.00;3127.00", "size": "129;16", "children": []}, {"name": null, "role": "AXStaticText", "description": null, "role_description": "text", "value": "", "position": "570.00;3127.00", "size": "129;16", "children": []}, {"name": null, "role": "AXStaticText", "description": null, "role_description": "text", "value": "Commands for the creation of UML elements", "position": "700.00;3127.00", "size": "129;16", "children": []}, {"name": null, "role": "AXStaticText", "description": null, "role_description": "text", "value": " ", "position": "830.00;3127.00", "size": "49;16", "children": []}]}, {"name": null, "role": "AXRow", "description": null, "role_description": "outline row", "value": null, "position": "200.00;3144.00", "size": "695;17", "children": [{"name": null, "role": "AXStaticText", "description": null, "role_description": "text", "value": "Create a new ActionInputPin", "position": "218.00;3144.00", "size": "221;16", "children": []}, {"name": null, "role": "AXStaticText", "description": null, "role_description": "text", "value": "", "position": "440.00;3144.00", "size": "129;16", "children": []}, {"name": null, "role": "AXStaticText", "description": null, "role_description": "text", "value": "", "position": "570.00;3144.00", "size": "129;16", "children": []}, {"name": null, "role": "AXStaticText", "description": null, "role_description": "text", "value": "Commands for the creation of UML elements", "position": "700.00;3144.00", "size": "129;16", "children": []}, {"name": null, "role": "AXStaticText", "description": null, "role_description": "text", "value": " ", "position": "830.00;3144.00", "size": "49;16", "children": []}]}, {"name": null, "role": "AXRow", "description": null, "role_description": "outline row", "value": null, "position": "200.00;3161.00", "size": "695;17", "children": [{"name": null, "role": "AXStaticText", "description": null, "role_description": "text", "value": "Create a new Activity", "position": "218.00;3161.00", "size": "221;16", "children": []}, {"name": null, "role": "AXStaticText", "description": null, "role_description": "text", "value": "", "position": "440.00;3161.00", "size": "129;16", "children": []}, {"name": null, "role": "AXStaticText", "description": null, "role_description": "text", "value": "", "position": "570.00;3161.00", "size": "129;16", "children": []}, {"name": null, "role": "AXStaticText", "description": null, "role_description": "text", "value": "Commands for the creation of UML elements", "position": "700.00;3161.00", "size": "129;16", "children": []}, {"name": null, "role": "AXStaticText", "description": null, "role_description": "text", "value": " ", "position": "830.00;3161.00", "size": "49;16", "children": []}]}, {"name": null, "role": "AXRow", "description": null, "role_description": "outline row", "value": null, "position": "200.00;3178.00", "size": "695;17", "children": [{"name": null, "role": "AXStaticText", "description": null, "role_description": "text", "value": "Create a new Activity Diagram", "position": "218.00;3178.00", "size": "221;16", "children": []}, {"name": null, "role": "AXStaticText", "description": null, "role_description": "text", "value": "", "position": "440.00;3178.00", "size": "129;16", "children": []}, {"name": null, "role": "AXStaticText", "description": null, "role_description": "text", "value": "", "position": "570.00;3178.00", "size": "129;16", "children": []}, {"name": null, "role": "AXStaticText", "description": null, "role_description": "text", "value": "Papyrus Category", "position": "700.00;3178.00", "size": "129;16", "children": []}, {"name": null, "role": "AXStaticText", "description": null, "role_description": "text", "value": " ", "position": "830.00;3178.00", "size": "49;16", "children": []}]}, {"name": null, "role": "AXRow", "description": null, "role_description": "outline row", "value": null, "position": "200.00;3195.00", "size": "695;17", "children": [{"name": null, "role": "AXStaticText", "description": null, "role_description": "text", "value": "Create a new ActivityFinalNode", "position": "218.00;3195.00", "size": "221;16", "children": []}, {"name": null, "role": "AXStaticText", "description": null, "role_description": "text", "value": "", "position": "440.00;3195.00", "size": "129;16", "children": []}, {"name": null, "role": "AXStaticText", "description": null, "role_description": "text", "value": "", "position": "570.00;3195.00", "size": "129;16", "children": []}, {"name": null, "role": "AXStaticText", "description": null, "role_description": "text", "value": "Commands for the creation of UML elements", "position": "700.00;3195.00", "size": "129;16", "children": []}, {"name": null, "role": "AXStaticText", "description": null, "role_description": "text", "value": " ", "position": "830.00;3195.00", "size": "49;16", "children": []}]}, {"name": null, "role": "AXRow", "description": null, "role_description": "outline row", "value": null, "position": "200.00;3212.00", "size": "695;17", "children": [{"name": null, "role": "AXStaticText", "description": null, "role_description": "text", "value": "Create a new ActivityParameterNode", "position": "218.00;3212.00", "size": "221;16", "children": []}, {"name": null, "role": "AXStaticText", "description": null, "role_description": "text", "value": "", "position": "440.00;3212.00", "size": "129;16", "children": []}, {"name": null, "role": "AXStaticText", "description": null, "role_description": "text", "value": "", "position": "570.00;3212.00", "size": "129;16", "children": []}, {"name": null, "role": "AXStaticText", "description": null, "role_description": "text", "value": "Commands for the creation of UML elements", "position": "700.00;3212.00", "size": "129;16", "children": []}, {"name": null, "role": "AXStaticText", "description": null, "role_description": "text", "value": " ", "position": "830.00;3212.00", "size": "49;16", "children": []}]}, {"name": null, "role": "AXRow", "description": null, "role_description": "outline row", "value": null, "position": "200.00;3229.00", "size": "695;17", "children": [{"name": null, "role": "AXStaticText", "description": null, "role_description": "text", "value": "Create a new ActivityPartition", "position": "218.00;3229.00", "size": "221;16", "children": []}, {"name": null, "role": "AXStaticText", "description": null, "role_description": "text", "value": "", "position": "440.00;3229.00", "size": "129;16", "children": []}, {"name": null, "role": "AXStaticText", "description": null, "role_description": "text", "value": "", "position": "570.00;3229.00", "size": "129;16", "children": []}, {"name": null, "role": "AXStaticText", "description": null, "role_description": "text", "value": "Commands for the creation of UML elements", "position": "700.00;3229.00", "size": "129;16", "children": []}, {"name": null, "role": "AXStaticText", "description": null, "role_description": "text", "value": " ", "position": "830.00;3229.00", "size": "49;16", "children": []}]}, {"name": null, "role": "AXRow", "description": null, "role_description": "outline row", "value": null, "position": "200.00;3246.00", "size": "695;17", "children": [{"name": null, "role": "AXStaticText", "description": null, "role_description": "text", "value": "Create a new Actor", "position": "218.00;3246.00", "size": "221;16", "children": []}, {"name": null, "role": "AXStaticText", "description": null, "role_description": "text", "value": "", "position": "440.00;3246.00", "size": "129;16", "children": []}, {"name": null, "role": "AXStaticText", "description": null, "role_description": "text", "value": "", "position": "570.00;3246.00", "size": "129;16", "children": []}, {"name": null, "role": "AXStaticText", "description": null, "role_description": "text", "value": "Commands for the creation of UML elements", "position": "700.00;3246.00", "size": "129;16", "children": []}, {"name": null, "role": "AXStaticText", "description": null, "role_description": "text", "value": " ", "position": "830.00;3246.00", "size": "49;16", "children": []}]}, {"name": null, "role": "AXRow", "description": null, "role_description": "outline row", "value": null, "position": "200.00;3263.00", "size": "695;17", "children": [{"name": null, "role": "AXStaticText", "description": null, "role_description": "text", "value": "Create a new AddStructuralFeatureValueAction", "position": "218.00;3263.00", "size": "221;16", "children": []}, {"name": null, "role": "AXStaticText", "description": null, "role_description": "text", "value": "", "position": "440.00;3263.00", "size": "129;16", "children": []}, {"name": null, "role": "AXStaticText", "description": null, "role_description": "text", "value": "", "position": "570.00;3263.00", "size": "129;16", "children": []}, {"name": null, "role": "AXStaticText", "description": null, "role_description": "text", "value": "Commands for the creation of UML elements", "position": "700.00;3263.00", "size": "129;16", "children": []}, {"name": null, "role": "AXStaticText", "description": null, "role_description": "text", "value": " ", "position": "830.00;3263.00", "size": "49;16", "children": []}]}, {"name": null, "role": "AXRow", "description": null, "role_description": "outline row", "value": null, "position": "200.00;3280.00", "size": "695;17", "children": [{"name": null, "role": "AXStaticText", "description": null, "role_description": "text", "value": "Create a new AddVariableValueAction", "position": "218.00;3280.00", "size": "221;16", "children": []}, {"name": null, "role": "AXStaticText", "description": null, "role_description": "text", "value": "", "position": "440.00;3280.00", "size": "129;16", "children": []}, {"name": null, "role": "AXStaticText", "description": null, "role_description": "text", "value": "", "position": "570.00;3280.00", "size": "129;16", "children": []}, {"name": null, "role": "AXStaticText", "description": null, "role_description": "text", "value": "Commands for the creation of UML elements", "position": "700.00;3280.00", "size": "129;16", "children": []}, {"name": null, "role": "AXStaticText", "description": null, "role_description": "text", "value": " ", "position": "830.00;3280.00", "size": "49;16", "children": []}]}, {"name": null, "role": "AXRow", "description": null, "role_description": "outline row", "value": null, "position": "200.00;3297.00", "size": "695;17", "children": [{"name": null, "role": "AXStaticText", "description": null, "role_description": "text", "value": "Create a new AnyReceiveEvent", "position": "218.00;3297.00", "size": "221;16", "children": []}, {"name": null, "role": "AXStaticText", "description": null, "role_description": "text", "value": "", "position": "440.00;3297.00", "size": "129;16", "children": []}, {"name": null, "role": "AXStaticText", "description": null, "role_description": "text", "value": "", "position": "570.00;3297.00", "size": "129;16", "children": []}, {"name": null, "role": "AXStaticText", "description": null, "role_description": "text", "value": "Commands for the creation of UML elements", "position": "700.00;3297.00", "size": "129;16", "children": []}, {"name": null, "role": "AXStaticText", "description": null, "role_description": "text", "value": " ", "position": "830.00;3297.00", "size": "49;16", "children": []}]}, {"name": null, "role": "AXRow", "description": null, "role_description": "outline row", "value": null, "position": "200.00;3314.00", "size": "695;17", "children": [{"name": null, "role": "AXStaticText", "description": null, "role_description": "text", "value": "Create a new Artifact", "position": "218.00;3314.00", "size": "221;16", "children": []}, {"name": null, "role": "AXStaticText", "description": null, "role_description": "text", "value": "", "position": "440.00;3314.00", "size": "129;16", "children": []}, {"name": null, "role": "AXStaticText", "description": null, "role_description": "text", "value": "", "position": "570.00;3314.00", "size": "129;16", "children": []}, {"name": null, "role": "AXStaticText", "description": null, "role_description": "text", "value": "Commands for the creation of UML elements", "position": "700.00;3314.00", "size": "129;16", "children": []}, {"name": null, "role": "AXStaticText", "description": null, "role_description": "text", "value": " ", "position": "830.00;3314.00", "size": "49;16", "children": []}]}, {"name": null, "role": "AXRow", "description": null, "role_description": "outline row", "value": null, "position": "200.00;3331.00", "size": "695;17", "children": [{"name": null, "role": "AXStaticText", "description": null, "role_description": "text", "value": "Create a new Association", "position": "218.00;3331.00", "size": "221;16", "children": []}, {"name": null, "role": "AXStaticText", "description": null, "role_description": "text", "value": "", "position": "440.00;3331.00", "size": "129;16", "children": []}, {"name": null, "role": "AXStaticText", "description": null, "role_description": "text", "value": "", "position": "570.00;3331.00", "size": "129;16", "children": []}, {"name": null, "role": "AXStaticText", "description": null, "role_description": "text", "value": "Commands for the creation of UML elements", "position": "700.00;3331.00", "size": "129;16", "children": []}, {"name": null, "role": "AXStaticText", "description": null, "role_description": "text", "value": " ", "position": "830.00;3331.00", "size": "49;16", "children": []}]}, {"name": null, "role": "AXRow", "description": null, "role_description": "outline row", "value": null, "position": "200.00;3348.00", "size": "695;17", "children": [{"name": null, "role": "AXStaticText", "description": null, "role_description": "text", "value": "Create a new AssociationBase", "position": "218.00;3348.00", "size": "221;16", "children": []}, {"name": null, "role": "AXStaticText", "description": null, "role_description": "text", "value": "", "position": "440.00;3348.00", "size": "129;16", "children": []}, {"name": null, "role": "AXStaticText", "description": null, "role_description": "text", "value": "", "position": "570.00;3348.00", "size": "129;16", "children": []}, {"name": null, "role": "AXStaticText", "description": null, "role_description": "text", "value": "Commands for the creation of UML elements", "position": "700.00;3348.00", "size": "129;16", "children": []}, {"name": null, "role": "AXStaticText", "description": null, "role_description": "text", "value": " ", "position": "830.00;3348.00", "size": "49;16", "children": []}]}, {"name": null, "role": "AXRow", "description": null, "role_description": "outline row", "value": null, "position": "200.00;3365.00", "size": "695;17", "children": [{"name": null, "role": "AXStaticText", "description": null, "role_description": "text", "value": "Create a new AssociationClass", "position": "218.00;3365.00", "size": "221;16", "children": []}, {"name": null, "role": "AXStaticText", "description": null, "role_description": "text", "value": "", "position": "440.00;3365.00", "size": "129;16", "children": []}, {"name": null, "role": "AXStaticText", "description": null, "role_description": "text", "value": "", "position": "570.00;3365.00", "size": "129;16", "children": []}, {"name": null, "role": "AXStaticText", "description": null, "role_description": "text", "value": "Commands for the creation of UML elements", "position": "700.00;3365.00", "size": "129;16", "children": []}, {"name": null, "role": "AXStaticText", "description": null, "role_description": "text", "value": " ", "position": "830.00;3365.00", "size": "49;16", "children": []}]}, {"name": null, "role": "AXRow", "description": null, "role_description": "outline row", "value": null, "position": "200.00;3382.00", "size": "695;17", "children": [{"name": null, "role": "AXStaticText", "description": null, "role_description": "text", "value": "Create a new BehaviorExecutionSpecification", "position": "218.00;3382.00", "size": "221;16", "children": []}, {"name": null, "role": "AXStaticText", "description": null, "role_description": "text", "value": "", "position": "440.00;3382.00", "size": "129;16", "children": []}, {"name": null, "role": "AXStaticText", "description": null, "role_description": "text", "value": "", "position": "570.00;3382.00", "size": "129;16", "children": []}, {"name": null, "role": "AXStaticText", "description": null, "role_description": "text", "value": "Commands for the creation of UML elements", "position": "700.00;3382.00", "size": "129;16", "children": []}, {"name": null, "role": "AXStaticText", "description": null, "role_description": "text", "value": " ", "position": "830.00;3382.00", "size": "49;16", "children": []}]}, {"name": null, "role": "AXRow", "description": null, "role_description": "outline row", "value": null, "position": "200.00;3399.00", "size": "695;17", "children": [{"name": null, "role": "AXStaticText", "description": null, "role_description": "text", "value": "Create a new BroadcastSignalAction", "position": "218.00;3399.00", "size": "221;16", "children": []}, {"name": null, "role": "AXStaticText", "description": null, "role_description": "text", "value": "", "position": "440.00;3399.00", "size": "129;16", "children": []}, {"name": null, "role": "AXStaticText", "description": null, "role_description": "text", "value": "", "position": "570.00;3399.00", "size": "129;16", "children": []}, {"name": null, "role": "AXStaticText", "description": null, "role_description": "text", "value": "Commands for the creation of UML elements", "position": "700.00;3399.00", "size": "129;16", "children": []}, {"name": null, "role": "AXStaticText", "description": null, "role_description": "text", "value": " ", "position": "830.00;3399.00", "size": "49;16", "children": []}]}, {"name": null, "role": "AXRow", "description": null, "role_description": "outline row", "value": null, "position": "200.00;3416.00", "size": "695;17", "children": [{"name": null, "role": "AXStaticText", "description": null, "role_description": "text", "value": "Create a new CallBehaviorAction", "position": "218.00;3416.00", "size": "221;16", "children": []}, {"name": null, "role": "AXStaticText", "description": null, "role_description": "text", "value": "", "position": "440.00;3416.00", "size": "129;16", "children": []}, {"name": null, "role": "AXStaticText", "description": null, "role_description": "text", "value": "", "position": "570.00;3416.00", "size": "129;16", "children": []}, {"name": null, "role": "AXStaticText", "description": null, "role_description": "text", "value": "Commands for the creation of UML elements", "position": "700.00;3416.00", "size": "129;16", "children": []}, {"name": null, "role": "AXStaticText", "description": null, "role_description": "text", "value": " ", "position": "830.00;3416.00", "size": "49;16", "children": []}]}, {"name": null, "role": "AXRow", "description": null, "role_description": "outline row", "value": null, "position": "200.00;3433.00", "size": "695;17", "children": [{"name": null, "role": "AXStaticText", "description": null, "role_description": "text", "value": "Create a new CallEvent", "position": "218.00;3433.00", "size": "221;16", "children": []}, {"name": null, "role": "AXStaticText", "description": null, "role_description": "text", "value": "", "position": "440.00;3433.00", "size": "129;16", "children": []}, {"name": null, "role": "AXStaticText", "description": null, "role_description": "text", "value": "", "position": "570.00;3433.00", "size": "129;16", "children": []}, {"name": null, "role": "AXStaticText", "description": null, "role_description": "text", "value": "Commands for the creation of UML elements", "position": "700.00;3433.00", "size": "129;16", "children": []}, {"name": null, "role": "AXStaticText", "description": null, "role_description": "text", "value": " ", "position": "830.00;3433.00", "size": "49;16", "children": []}]}, {"name": null, "role": "AXRow", "description": null, "role_description": "outline row", "value": null, "position": "200.00;3450.00", "size": "695;17", "children": [{"name": null, "role": "AXStaticText", "description": null, "role_description": "text", "value": "Create a new CallOperationAction", "position": "218.00;3450.00", "size": "221;16", "children": []}, {"name": null, "role": "AXStaticText", "description": null, "role_description": "text", "value": "", "position": "440.00;3450.00", "size": "129;16", "children": []}, {"name": null, "role": "AXStaticText", "description": null, "role_description": "text", "value": "", "position": "570.00;3450.00", "size": "129;16", "children": []}, {"name": null, "role": "AXStaticText", "description": null, "role_description": "text", "value": "Commands for the creation of UML elements", "position": "700.00;3450.00", "size": "129;16", "children": []}, {"name": null, "role": "AXStaticText", "description": null, "role_description": "text", "value": " ", "position": "830.00;3450.00", "size": "49;16", "children": []}]}, {"name": null, "role": "AXRow", "description": null, "role_description": "outline row", "value": null, "position": "200.00;3467.00", "size": "695;17", "children": [{"name": null, "role": "AXStaticText", "description": null, "role_description": "text", "value": "Create a new CentralBufferNode", "position": "218.00;3467.00", "size": "221;16", "children": []}, {"name": null, "role": "AXStaticText", "description": null, "role_description": "text", "value": "", "position": "440.00;3467.00", "size": "129;16", "children": []}, {"name": null, "role": "AXStaticText", "description": null, "role_description": "text", "value": "", "position": "570.00;3467.00", "size": "129;16", "children": []}, {"name": null, "role": "AXStaticText", "description": null, "role_description": "text", "value": "Commands for the creation of UML elements", "position": "700.00;3467.00", "size": "129;16", "children": []}, {"name": null, "role": "AXStaticText", "description": null, "role_description": "text", "value": " ", "position": "830.00;3467.00", "size": "49;16", "children": []}]}, {"name": null, "role": "AXRow", "description": null, "role_description": "outline row", "value": null, "position": "200.00;3484.00", "size": "695;17", "children": [{"name": null, "role": "AXStaticText", "description": null, "role_description": "text", "value": "Create a new ChangeEvent", "position": "218.00;3484.00", "size": "221;16", "children": []}, {"name": null, "role": "AXStaticText", "description": null, "role_description": "text", "value": "", "position": "440.00;3484.00", "size": "129;16", "children": []}, {"name": null, "role": "AXStaticText", "description": null, "role_description": "text", "value": "", "position": "570.00;3484.00", "size": "129;16", "children": []}, {"name": null, "role": "AXStaticText", "description": null, "role_description": "text", "value": "Commands for the creation of UML elements", "position": "700.00;3484.00", "size": "129;16", "children": []}, {"name": null, "role": "AXStaticText", "description": null, "role_description": "text", "value": " ", "position": "830.00;3484.00", "size": "49;16", "children": []}]}, {"name": null, "role": "AXRow", "description": null, "role_description": "outline row", "value": null, "position": "200.00;3501.00", "size": "695;17", "children": [{"name": null, "role": "AXStaticText", "description": null, "role_description": "text", "value": "Create a new Class", "position": "218.00;3501.00", "size": "221;16", "children": []}, {"name": null, "role": "AXStaticText", "description": null, "role_description": "text", "value": "", "position": "440.00;3501.00", "size": "129;16", "children": []}, {"name": null, "role": "AXStaticText", "description": null, "role_description": "text", "value": "", "position": "570.00;3501.00", "size": "129;16", "children": []}, {"name": null, "role": "AXStaticText", "description": null, "role_description": "text", "value": "Commands for the creation of UML elements", "position": "700.00;3501.00", "size": "129;16", "children": []}, {"name": null, "role": "AXStaticText", "description": null, "role_description": "text", "value": " ", "position": "830.00;3501.00", "size": "49;16", "children": []}]}, {"name": null, "role": "AXRow", "description": null, "role_description": "outline row", "value": null, "position": "200.00;3518.00", "size": "695;17", "children": [{"name": null, "role": "AXStaticText", "description": null, "role_description": "text", "value": "Create a new Class Diagram", "position": "218.00;3518.00", "size": "221;16", "children": []}, {"name": null, "role": "AXStaticText", "description": null, "role_description": "text", "value": "", "position": "440.00;3518.00", "size": "129;16", "children": []}, {"name": null, "role": "AXStaticText", "description": null, "role_description": "text", "value": "", "position": "570.00;3518.00", "size": "129;16", "children": []}, {"name": null, "role": "AXStaticText", "description": null, "role_description": "text", "value": "Papyrus Category", "position": "700.00;3518.00", "size": "129;16", "children": []}, {"name": null, "role": "AXStaticText", "description": null, "role_description": "text", "value": " ", "position": "830.00;3518.00", "size": "49;16", "children": []}]}, {"name": null, "role": "AXRow", "description": null, "role_description": "outline row", "value": null, "position": "200.00;3535.00", "size": "695;17", "children": [{"name": null, "role": "AXStaticText", "description": null, "role_description": "text", "value": "Create a new Class Diagram", "position": "218.00;3535.00", "size": "221;16", "children": []}, {"name": null, "role": "AXStaticText", "description": null, "role_description": "text", "value": "", "position": "440.00;3535.00", "size": "129;16", "children": []}, {"name": null, "role": "AXStaticText", "description": null, "role_description": "text", "value": "", "position": "570.00;3535.00", "size": "129;16", "children": []}, {"name": null, "role": "AXStaticText", "description": null, "role_description": "text", "value": "Papyrus Category", "position": "700.00;3535.00", "size": "129;16", "children": []}, {"name": null, "role": "AXStaticText", "description": null, "role_description": "text", "value": " ", "position": "830.00;3535.00", "size": "49;16", "children": []}]}, {"name": null, "role": "AXRow", "description": null, "role_description": "outline row", "value": null, "position": "200.00;3552.00", "size": "695;17", "children": [{"name": null, "role": "AXStaticText", "description": null, "role_description": "text", "value": "Create a new ClassifierTemplateParameter", "position": "218.00;3552.00", "size": "221;16", "children": []}, {"name": null, "role": "AXStaticText", "description": null, "role_description": "text", "value": "", "position": "440.00;3552.00", "size": "129;16", "children": []}, {"name": null, "role": "AXStaticText", "description": null, "role_description": "text", "value": "", "position": "570.00;3552.00", "size": "129;16", "children": []}, {"name": null, "role": "AXStaticText", "description": null, "role_description": "text", "value": "Commands for the creation of UML elements", "position": "700.00;3552.00", "size": "129;16", "children": []}, {"name": null, "role": "AXStaticText", "description": null, "role_description": "text", "value": " ", "position": "830.00;3552.00", "size": "49;16", "children": []}]}, {"name": null, "role": "AXRow", "description": null, "role_description": "outline row", "value": null, "position": "200.00;3569.00", "size": "695;17", "children": [{"name": null, "role": "AXStaticText", "description": null, "role_description": "text", "value": "Create a new Clause", "position": "218.00;3569.00", "size": "221;16", "children": []}, {"name": null, "role": "AXStaticText", "description": null, "role_description": "text", "value": "", "position": "440.00;3569.00", "size": "129;16", "children": []}, {"name": null, "role": "AXStaticText", "description": null, "role_description": "text", "value": "", "position": "570.00;3569.00", "size": "129;16", "children": []}, {"name": null, "role": "AXStaticText", "description": null, "role_description": "text", "value": "Commands for the creation of UML elements", "position": "700.00;3569.00", "size": "129;16", "children": []}, {"name": null, "role": "AXStaticText", "description": null, "role_description": "text", "value": " ", "position": "830.00;3569.00", "size": "49;16", "children": []}]}, {"name": null, "role": "AXRow", "description": null, "role_description": "outline row", "value": null, "position": "200.00;3586.00", "size": "695;17", "children": [{"name": null, "role": "AXStaticText", "description": null, "role_description": "text", "value": "Create a new ClearAssociationAction", "position": "218.00;3586.00", "size": "221;16", "children": []}, {"name": null, "role": "AXStaticText", "description": null, "role_description": "text", "value": "", "position": "440.00;3586.00", "size": "129;16", "children": []}, {"name": null, "role": "AXStaticText", "description": null, "role_description": "text", "value": "", "position": "570.00;3586.00", "size": "129;16", "children": []}, {"name": null, "role": "AXStaticText", "description": null, "role_description": "text", "value": "Commands for the creation of UML elements", "position": "700.00;3586.00", "size": "129;16", "children": []}, {"name": null, "role": "AXStaticText", "description": null, "role_description": "text", "value": " ", "position": "830.00;3586.00", "size": "49;16", "children": []}]}, {"name": null, "role": "AXRow", "description": null, "role_description": "outline row", "value": null, "position": "200.00;3603.00", "size": "695;17", "children": [{"name": null, "role": "AXStaticText", "description": null, "role_description": "text", "value": "Create a new ClearStructuralFeatureAction", "position": "218.00;3603.00", "size": "221;16", "children": []}, {"name": null, "role": "AXStaticText", "description": null, "role_description": "text", "value": "", "position": "440.00;3603.00", "size": "129;16", "children": []}, {"name": null, "role": "AXStaticText", "description": null, "role_description": "text", "value": "", "position": "570.00;3603.00", "size": "129;16", "children": []}, {"name": null, "role": "AXStaticText", "description": null, "role_description": "text", "value": "Commands for the creation of UML elements", "position": "700.00;3603.00", "size": "129;16", "children": []}, {"name": null, "role": "AXStaticText", "description": null, "role_description": "text", "value": " ", "position": "830.00;3603.00", "size": "49;16", "children": []}]}, {"name": null, "role": "AXRow", "description": null, "role_description": "outline row", "value": null, "position": "200.00;3620.00", "size": "695;17", "children": [{"name": null, "role": "AXStaticText", "description": null, "role_description": "text", "value": "Create a new ClearVariableAction", "position": "218.00;3620.00", "size": "221;16", "children": []}, {"name": null, "role": "AXStaticText", "description": null, "role_description": "text", "value": "", "position": "440.00;3620.00", "size": "129;16", "children": []}, {"name": null, "role": "AXStaticText", "description": null, "role_description": "text", "value": "", "position": "570.00;3620.00", "size": "129;16", "children": []}, {"name": null, "role": "AXStaticText", "description": null, "role_description": "text", "value": "Commands for the creation of UML elements", "position": "700.00;3620.00", "size": "129;16", "children": []}, {"name": null, "role": "AXStaticText", "description": null, "role_description": "text", "value": " ", "position": "830.00;3620.00", "size": "49;16", "children": []}]}, {"name": null, "role": "AXRow", "description": null, "role_description": "outline row", "value": null, "position": "200.00;3637.00", "size": "695;17", "children": [{"name": null, "role": "AXStaticText", "description": null, "role_description": "text", "value": "Create a new Collaboration", "position": "218.00;3637.00", "size": "221;16", "children": []}, {"name": null, "role": "AXStaticText", "description": null, "role_description": "text", "value": "", "position": "440.00;3637.00", "size": "129;16", "children": []}, {"name": null, "role": "AXStaticText", "description": null, "role_description": "text", "value": "", "position": "570.00;3637.00", "size": "129;16", "children": []}, {"name": null, "role": "AXStaticText", "description": null, "role_description": "text", "value": "Commands for the creation of UML elements", "position": "700.00;3637.00", "size": "129;16", "children": []}, {"name": null, "role": "AXStaticText", "description": null, "role_description": "text", "value": " ", "position": "830.00;3637.00", "size": "49;16", "children": []}]}, {"name": null, "role": "AXRow", "description": null, "role_description": "outline row", "value": null, "position": "200.00;3654.00", "size": "695;17", "children": [{"name": null, "role": "AXStaticText", "description": null, "role_description": "text", "value": "Create a new CollaborationUse", "position": "218.00;3654.00", "size": "221;16", "children": []}, {"name": null, "role": "AXStaticText", "description": null, "role_description": "text", "value": "", "position": "440.00;3654.00", "size": "129;16", "children": []}, {"name": null, "role": "AXStaticText", "description": null, "role_description": "text", "value": "", "position": "570.00;3654.00", "size": "129;16", "children": []}, {"name": null, "role": "AXStaticText", "description": null, "role_description": "text", "value": "Commands for the creation of UML elements", "position": "700.00;3654.00", "size": "129;16", "children": []}, {"name": null, "role": "AXStaticText", "description": null, "role_description": "text", "value": " ", "position": "830.00;3654.00", "size": "49;16", "children": []}]}, {"name": null, "role": "AXRow", "description": null, "role_description": "outline row", "value": null, "position": "200.00;3671.00", "size": "695;17", "children": [{"name": null, "role": "AXStaticText", "description": null, "role_description": "text", "value": "Create a new CombinedFragment", "position": "218.00;3671.00", "size": "221;16", "children": []}, {"name": null, "role": "AXStaticText", "description": null, "role_description": "text", "value": "", "position": "440.00;3671.00", "size": "129;16", "children": []}, {"name": null, "role": "AXStaticText", "description": null, "role_description": "text", "value": "", "position": "570.00;3671.00", "size": "129;16", "children": []}, {"name": null, "role": "AXStaticText", "description": null, "role_description": "text", "value": "Commands for the creation of UML elements", "position": "700.00;3671.00", "size": "129;16", "children": []}, {"name": null, "role": "AXStaticText", "description": null, "role_description": "text", "value": " ", "position": "830.00;3671.00", "size": "49;16", "children": []}]}, {"name": null, "role": "AXRow", "description": null, "role_description": "outline row", "value": null, "position": "200.00;3688.00", "size": "695;17", "children": [{"name": null, "role": "AXStaticText", "description": null, "role_description": "text", "value": "Create a new Comment", "position": "218.00;3688.00", "size": "221;16", "children": []}, {"name": null, "role": "AXStaticText", "description": null, "role_description": "text", "value": "", "position": "440.00;3688.00", "size": "129;16", "children": []}, {"name": null, "role": "AXStaticText", "description": null, "role_description": "text", "value": "", "position": "570.00;3688.00", "size": "129;16", "children": []}, {"name": null, "role": "AXStaticText", "description": null, "role_description": "text", "value": "Commands for the creation of UML elements", "position": "700.00;3688.00", "size": "129;16", "children": []}, {"name": null, "role": "AXStaticText", "description": null, "role_description": "text", "value": " ", "position": "830.00;3688.00", "size": "49;16", "children": []}]}, {"name": null, "role": "AXRow", "description": null, "role_description": "outline row", "value": null, "position": "200.00;3705.00", "size": "695;17", "children": [{"name": null, "role": "AXStaticText", "description": null, "role_description": "text", "value": "Create a new Communication Diagram", "position": "218.00;3705.00", "size": "221;16", "children": []}, {"name": null, "role": "AXStaticText", "description": null, "role_description": "text", "value": "", "position": "440.00;3705.00", "size": "129;16", "children": []}, {"name": null, "role": "AXStaticText", "description": null, "role_description": "text", "value": "", "position": "570.00;3705.00", "size": "129;16", "children": []}, {"name": null, "role": "AXStaticText", "description": null, "role_description": "text", "value": "Papyrus Category", "position": "700.00;3705.00", "size": "129;16", "children": []}, {"name": null, "role": "AXStaticText", "description": null, "role_description": "text", "value": " ", "position": "830.00;3705.00", "size": "49;16", "children": []}]}, {"name": null, "role": "AXRow", "description": null, "role_description": "outline row", "value": null, "position": "200.00;3722.00", "size": "695;17", "children": [{"name": null, "role": "AXStaticText", "description": null, "role_description": "text", "value": "Create a new CommunicationPath", "position": "218.00;3722.00", "size": "221;16", "children": []}, {"name": null, "role": "AXStaticText", "description": null, "role_description": "text", "value": "", "position": "440.00;3722.00", "size": "129;16", "children": []}, {"name": null, "role": "AXStaticText", "description": null, "role_description": "text", "value": "", "position": "570.00;3722.00", "size": "129;16", "children": []}, {"name": null, "role": "AXStaticText", "description": null, "role_description": "text", "value": "Commands for the creation of UML elements", "position": "700.00;3722.00", "size": "129;16", "children": []}, {"name": null, "role": "AXStaticText", "description": null, "role_description": "text", "value": " ", "position": "830.00;3722.00", "size": "49;16", "children": []}]}, {"name": null, "role": "AXRow", "description": null, "role_description": "outline row", "value": null, "position": "200.00;3739.00", "size": "695;17", "children": [{"name": null, "role": "AXStaticText", "description": null, "role_description": "text", "value": "Create a new Component", "position": "218.00;3739.00", "size": "221;16", "children": []}, {"name": null, "role": "AXStaticText", "description": null, "role_description": "text", "value": "", "position": "440.00;3739.00", "size": "129;16", "children": []}, {"name": null, "role": "AXStaticText", "description": null, "role_description": "text", "value": "", "position": "570.00;3739.00", "size": "129;16", "children": []}, {"name": null, "role": "AXStaticText", "description": null, "role_description": "text", "value": "Commands for the creation of UML elements", "position": "700.00;3739.00", "size": "129;16", "children": []}, {"name": null, "role": "AXStaticText", "description": null, "role_description": "text", "value": " ", "position": "830.00;3739.00", "size": "49;16", "children": []}]}, {"name": null, "role": "AXRow", "description": null, "role_description": "outline row", "value": null, "position": "200.00;3756.00", "size": "695;17", "children": [{"name": null, "role": "AXStaticText", "description": null, "role_description": "text", "value": "Create a new Component Diagram", "position": "218.00;3756.00", "size": "221;16", "children": []}, {"name": null, "role": "AXStaticText", "description": null, "role_description": "text", "value": "", "position": "440.00;3756.00", "size": "129;16", "children": []}, {"name": null, "role": "AXStaticText", "description": null, "role_description": "text", "value": "", "position": "570.00;3756.00", "size": "129;16", "children": []}, {"name": null, "role": "AXStaticText", "description": null, "role_description": "text", "value": "Papyrus Category", "position": "700.00;3756.00", "size": "129;16", "children": []}, {"name": null, "role": "AXStaticText", "description": null, "role_description": "text", "value": " ", "position": "830.00;3756.00", "size": "49;16", "children": []}]}, {"name": null, "role": "AXRow", "description": null, "role_description": "outline row", "value": null, "position": "200.00;3773.00", "size": "695;17", "children": [{"name": null, "role": "AXStaticText", "description": null, "role_description": "text", "value": "Create a new ComponentRealization", "position": "218.00;3773.00", "size": "221;16", "children": []}, {"name": null, "role": "AXStaticText", "description": null, "role_description": "text", "value": "", "position": "440.00;3773.00", "size": "129;16", "children": []}, {"name": null, "role": "AXStaticText", "description": null, "role_description": "text", "value": "", "position": "570.00;3773.00", "size": "129;16", "children": []}, {"name": null, "role": "AXStaticText", "description": null, "role_description": "text", "value": "Commands for the creation of UML elements", "position": "700.00;3773.00", "size": "129;16", "children": []}, {"name": null, "role": "AXStaticText", "description": null, "role_description": "text", "value": " ", "position": "830.00;3773.00", "size": "49;16", "children": []}]}, {"name": null, "role": "AXRow", "description": null, "role_description": "outline row", "value": null, "position": "200.00;3790.00", "size": "695;17", "children": [{"name": null, "role": "AXStaticText", "description": null, "role_description": "text", "value": "Create a new Composite Structure Diagram", "position": "218.00;3790.00", "size": "221;16", "children": []}, {"name": null, "role": "AXStaticText", "description": null, "role_description": "text", "value": "", "position": "440.00;3790.00", "size": "129;16", "children": []}, {"name": null, "role": "AXStaticText", "description": null, "role_description": "text", "value": "", "position": "570.00;3790.00", "size": "129;16", "children": []}, {"name": null, "role": "AXStaticText", "description": null, "role_description": "text", "value": "Papyrus Category", "position": "700.00;3790.00", "size": "129;16", "children": []}, {"name": null, "role": "AXStaticText", "description": null, "role_description": "text", "value": " ", "position": "830.00;3790.00", "size": "49;16", "children": []}]}, {"name": null, "role": "AXRow", "description": null, "role_description": "outline row", "value": null, "position": "200.00;3807.00", "size": "695;17", "children": [{"name": null, "role": "AXStaticText", "description": null, "role_description": "text", "value": "Create a new ConditionalNode", "position": "218.00;3807.00", "size": "221;16", "children": []}, {"name": null, "role": "AXStaticText", "description": null, "role_description": "text", "value": "", "position": "440.00;3807.00", "size": "129;16", "children": []}, {"name": null, "role": "AXStaticText", "description": null, "role_description": "text", "value": "", "position": "570.00;3807.00", "size": "129;16", "children": []}, {"name": null, "role": "AXStaticText", "description": null, "role_description": "text", "value": "Commands for the creation of UML elements", "position": "700.00;3807.00", "size": "129;16", "children": []}, {"name": null, "role": "AXStaticText", "description": null, "role_description": "text", "value": " ", "position": "830.00;3807.00", "size": "49;16", "children": []}]}, {"name": null, "role": "AXRow", "description": null, "role_description": "outline row", "value": null, "position": "200.00;3824.00", "size": "695;17", "children": [{"name": null, "role": "AXStaticText", "description": null, "role_description": "text", "value": "Create a new ConnectableElementTemplateParameter", "position": "218.00;3824.00", "size": "221;16", "children": []}, {"name": null, "role": "AXStaticText", "description": null, "role_description": "text", "value": "", "position": "440.00;3824.00", "size": "129;16", "children": []}, {"name": null, "role": "AXStaticText", "description": null, "role_description": "text", "value": "", "position": "570.00;3824.00", "size": "129;16", "children": []}, {"name": null, "role": "AXStaticText", "description": null, "role_description": "text", "value": "Commands for the creation of UML elements", "position": "700.00;3824.00", "size": "129;16", "children": []}, {"name": null, "role": "AXStaticText", "description": null, "role_description": "text", "value": " ", "position": "830.00;3824.00", "size": "49;16", "children": []}]}, {"name": null, "role": "AXRow", "description": null, "role_description": "outline row", "value": null, "position": "200.00;3841.00", "size": "695;17", "children": [{"name": null, "role": "AXStaticText", "description": null, "role_description": "text", "value": "Create a new ConnectionPointReference", "position": "218.00;3841.00", "size": "221;16", "children": []}, {"name": null, "role": "AXStaticText", "description": null, "role_description": "text", "value": "", "position": "440.00;3841.00", "size": "129;16", "children": []}, {"name": null, "role": "AXStaticText", "description": null, "role_description": "text", "value": "", "position": "570.00;3841.00", "size": "129;16", "children": []}, {"name": null, "role": "AXStaticText", "description": null, "role_description": "text", "value": "Commands for the creation of UML elements", "position": "700.00;3841.00", "size": "129;16", "children": []}, {"name": null, "role": "AXStaticText", "description": null, "role_description": "text", "value": " ", "position": "830.00;3841.00", "size": "49;16", "children": []}]}, {"name": null, "role": "AXRow", "description": null, "role_description": "outline row", "value": null, "position": "200.00;3858.00", "size": "695;17", "children": [{"name": null, "role": "AXStaticText", "description": null, "role_description": "text", "value": "Create a new Connector", "position": "218.00;3858.00", "size": "221;16", "children": []}, {"name": null, "role": "AXStaticText", "description": null, "role_description": "text", "value": "", "position": "440.00;3858.00", "size": "129;16", "children": []}, {"name": null, "role": "AXStaticText", "description": null, "role_description": "text", "value": "", "position": "570.00;3858.00", "size": "129;16", "children": []}, {"name": null, "role": "AXStaticText", "description": null, "role_description": "text", "value": "Commands for the creation of UML elements", "position": "700.00;3858.00", "size": "129;16", "children": []}, {"name": null, "role": "AXStaticText", "description": null, "role_description": "text", "value": " ", "position": "830.00;3858.00", "size": "49;16", "children": []}]}, {"name": null, "role": "AXRow", "description": null, "role_description": "outline row", "value": null, "position": "200.00;3875.00", "size": "695;17", "children": [{"name": null, "role": "AXStaticText", "description": null, "role_description": "text", "value": "Create a new ConnectorEnd", "position": "218.00;3875.00", "size": "221;16", "children": []}, {"name": null, "role": "AXStaticText", "description": null, "role_description": "text", "value": "", "position": "440.00;3875.00", "size": "129;16", "children": []}, {"name": null, "role": "AXStaticText", "description": null, "role_description": "text", "value": "", "position": "570.00;3875.00", "size": "129;16", "children": []}, {"name": null, "role": "AXStaticText", "description": null, "role_description": "text", "value": "Commands for the creation of UML elements", "position": "700.00;3875.00", "size": "129;16", "children": []}, {"name": null, "role": "AXStaticText", "description": null, "role_description": "text", "value": " ", "position": "830.00;3875.00", "size": "49;16", "children": []}]}, {"name": null, "role": "AXRow", "description": null, "role_description": "outline row", "value": null, "position": "200.00;3892.00", "size": "695;17", "children": [{"name": null, "role": "AXStaticText", "description": null, "role_description": "text", "value": "Create a new ConsiderIgnoreFragment", "position": "218.00;3892.00", "size": "221;16", "children": []}, {"name": null, "role": "AXStaticText", "description": null, "role_description": "text", "value": "", "position": "440.00;3892.00", "size": "129;16", "children": []}, {"name": null, "role": "AXStaticText", "description": null, "role_description": "text", "value": "", "position": "570.00;3892.00", "size": "129;16", "children": []}, {"name": null, "role": "AXStaticText", "description": null, "role_description": "text", "value": "Commands for the creation of UML elements", "position": "700.00;3892.00", "size": "129;16", "children": []}, {"name": null, "role": "AXStaticText", "description": null, "role_description": "text", "value": " ", "position": "830.00;3892.00", "size": "49;16", "children": []}]}, {"name": null, "role": "AXRow", "description": null, "role_description": "outline row", "value": null, "position": "200.00;3909.00", "size": "695;17", "children": [{"name": null, "role": "AXStaticText", "description": null, "role_description": "text", "value": "Create a new Constraint", "position": "218.00;3909.00", "size": "221;16", "children": []}, {"name": null, "role": "AXStaticText", "description": null, "role_description": "text", "value": "", "position": "440.00;3909.00", "size": "129;16", "children": []}, {"name": null, "role": "AXStaticText", "description": null, "role_description": "text", "value": "", "position": "570.00;3909.00", "size": "129;16", "children": []}, {"name": null, "role": "AXStaticText", "description": null, "role_description": "text", "value": "Commands for the creation of UML elements", "position": "700.00;3909.00", "size": "129;16", "children": []}, {"name": null, "role": "AXStaticText", "description": null, "role_description": "text", "value": " ", "position": "830.00;3909.00", "size": "49;16", "children": []}]}, {"name": null, "role": "AXRow", "description": null, "role_description": "outline row", "value": null, "position": "200.00;3926.00", "size": "695;17", "children": [{"name": null, "role": "AXStaticText", "description": null, "role_description": "text", "value": "Create a new Continuation", "position": "218.00;3926.00", "size": "221;16", "children": []}, {"name": null, "role": "AXStaticText", "description": null, "role_description": "text", "value": "", "position": "440.00;3926.00", "size": "129;16", "children": []}, {"name": null, "role": "AXStaticText", "description": null, "role_description": "text", "value": "", "position": "570.00;3926.00", "size": "129;16", "children": []}, {"name": null, "role": "AXStaticText", "description": null, "role_description": "text", "value": "Commands for the creation of UML elements", "position": "700.00;3926.00", "size": "129;16", "children": []}, {"name": null, "role": "AXStaticText", "description": null, "role_description": "text", "value": " ", "position": "830.00;3926.00", "size": "49;16", "children": []}]}, {"name": null, "role": "AXRow", "description": null, "role_description": "outline row", "value": null, "position": "200.00;3943.00", "size": "695;17", "children": [{"name": null, "role": "AXStaticText", "description": null, "role_description": "text", "value": "Create a new ControlFlow", "position": "218.00;3943.00", "size": "221;16", "children": []}, {"name": null, "role": "AXStaticText", "description": null, "role_description": "text", "value": "", "position": "440.00;3943.00", "size": "129;16", "children": []}, {"name": null, "role": "AXStaticText", "description": null, "role_description": "text", "value": "", "position": "570.00;3943.00", "size": "129;16", "children": []}, {"name": null, "role": "AXStaticText", "description": null, "role_description": "text", "value": "Commands for the creation of UML elements", "position": "700.00;3943.00", "size": "129;16", "children": []}, {"name": null, "role": "AXStaticText", "description": null, "role_description": "text", "value": " ", "position": "830.00;3943.00", "size": "49;16", "children": []}]}, {"name": null, "role": "AXRow", "description": null, "role_description": "outline row", "value": null, "position": "200.00;3960.00", "size": "695;17", "children": [{"name": null, "role": "AXStaticText", "description": null, "role_description": "text", "value": "Create a new CreateLinkAction", "position": "218.00;3960.00", "size": "221;16", "children": []}, {"name": null, "role": "AXStaticText", "description": null, "role_description": "text", "value": "", "position": "440.00;3960.00", "size": "129;16", "children": []}, {"name": null, "role": "AXStaticText", "description": null, "role_description": "text", "value": "", "position": "570.00;3960.00", "size": "129;16", "children": []}, {"name": null, "role": "AXStaticText", "description": null, "role_description": "text", "value": "Commands for the creation of UML elements", "position": "700.00;3960.00", "size": "129;16", "children": []}, {"name": null, "role": "AXStaticText", "description": null, "role_description": "text", "value": " ", "position": "830.00;3960.00", "size": "49;16", "children": []}]}, {"name": null, "role": "AXRow", "description": null, "role_description": "outline row", "value": null, "position": "200.00;3977.00", "size": "695;17", "children": [{"name": null, "role": "AXStaticText", "description": null, "role_description": "text", "value": "Create a new CreateLinkObjectAction", "position": "218.00;3977.00", "size": "221;16", "children": []}, {"name": null, "role": "AXStaticText", "description": null, "role_description": "text", "value": "", "position": "440.00;3977.00", "size": "129;16", "children": []}, {"name": null, "role": "AXStaticText", "description": null, "role_description": "text", "value": "", "position": "570.00;3977.00", "size": "129;16", "children": []}, {"name": null, "role": "AXStaticText", "description": null, "role_description": "text", "value": "Commands for the creation of UML elements", "position": "700.00;3977.00", "size": "129;16", "children": []}, {"name": null, "role": "AXStaticText", "description": null, "role_description": "text", "value": " ", "position": "830.00;3977.00", "size": "49;16", "children": []}]}, {"name": null, "role": "AXRow", "description": null, "role_description": "outline row", "value": null, "position": "200.00;3994.00", "size": "695;17", "children": [{"name": null, "role": "AXStaticText", "description": null, "role_description": "text", "value": "Create a new CreateObjectAction", "position": "218.00;3994.00", "size": "221;16", "children": []}, {"name": null, "role": "AXStaticText", "description": null, "role_description": "text", "value": "", "position": "440.00;3994.00", "size": "129;16", "children": []}, {"name": null, "role": "AXStaticText", "description": null, "role_description": "text", "value": "", "position": "570.00;3994.00", "size": "129;16", "children": []}, {"name": null, "role": "AXStaticText", "description": null, "role_description": "text", "value": "Commands for the creation of UML elements", "position": "700.00;3994.00", "size": "129;16", "children": []}, {"name": null, "role": "AXStaticText", "description": null, "role_description": "text", "value": " ", "position": "830.00;3994.00", "size": "49;16", "children": []}]}, {"name": null, "role": "AXRow", "description": null, "role_description": "outline row", "value": null, "position": "200.00;4011.00", "size": "695;17", "children": [{"name": null, "role": "AXStaticText", "description": null, "role_description": "text", "value": "Create a new DataStoreNode", "position": "218.00;4011.00", "size": "221;16", "children": []}, {"name": null, "role": "AXStaticText", "description": null, "role_description": "text", "value": "", "position": "440.00;4011.00", "size": "129;16", "children": []}, {"name": null, "role": "AXStaticText", "description": null, "role_description": "text", "value": "", "position": "570.00;4011.00", "size": "129;16", "children": []}, {"name": null, "role": "AXStaticText", "description": null, "role_description": "text", "value": "Commands for the creation of UML elements", "position": "700.00;4011.00", "size": "129;16", "children": []}, {"name": null, "role": "AXStaticText", "description": null, "role_description": "text", "value": " ", "position": "830.00;4011.00", "size": "49;16", "children": []}]}, {"name": null, "role": "AXRow", "description": null, "role_description": "outline row", "value": null, "position": "200.00;4028.00", "size": "695;17", "children": [{"name": null, "role": "AXStaticText", "description": null, "role_description": "text", "value": "Create a new DataType", "position": "218.00;4028.00", "size": "221;16", "children": []}, {"name": null, "role": "AXStaticText", "description": null, "role_description": "text", "value": "", "position": "440.00;4028.00", "size": "129;16", "children": []}, {"name": null, "role": "AXStaticText", "description": null, "role_description": "text", "value": "", "position": "570.00;4028.00", "size": "129;16", "children": []}, {"name": null, "role": "AXStaticText", "description": null, "role_description": "text", "value": "Commands for the creation of UML elements", "position": "700.00;4028.00", "size": "129;16", "children": []}, {"name": null, "role": "AXStaticText", "description": null, "role_description": "text", "value": " ", "position": "830.00;4028.00", "size": "49;16", "children": []}]}, {"name": null, "role": "AXRow", "description": null, "role_description": "outline row", "value": null, "position": "200.00;4045.00", "size": "695;17", "children": [{"name": null, "role": "AXStaticText", "description": null, "role_description": "text", "value": "Create a new DecisionNode", "position": "218.00;4045.00", "size": "221;16", "children": []}, {"name": null, "role": "AXStaticText", "description": null, "role_description": "text", "value": "", "position": "440.00;4045.00", "size": "129;16", "children": []}, {"name": null, "role": "AXStaticText", "description": null, "role_description": "text", "value": "", "position": "570.00;4045.00", "size": "129;16", "children": []}, {"name": null, "role": "AXStaticText", "description": null, "role_description": "text", "value": "Commands for the creation of UML elements", "position": "700.00;4045.00", "size": "129;16", "children": []}, {"name": null, "role": "AXStaticText", "description": null, "role_description": "text", "value": " ", "position": "830.00;4045.00", "size": "49;16", "children": []}]}, {"name": null, "role": "AXRow", "description": null, "role_description": "outline row", "value": null, "position": "200.00;4062.00", "size": "695;17", "children": [{"name": null, "role": "AXStaticText", "description": null, "role_description": "text", "value": "Create a new Dependency", "position": "218.00;4062.00", "size": "221;16", "children": []}, {"name": null, "role": "AXStaticText", "description": null, "role_description": "text", "value": "", "position": "440.00;4062.00", "size": "129;16", "children": []}, {"name": null, "role": "AXStaticText", "description": null, "role_description": "text", "value": "", "position": "570.00;4062.00", "size": "129;16", "children": []}, {"name": null, "role": "AXStaticText", "description": null, "role_description": "text", "value": "Commands for the creation of UML elements", "position": "700.00;4062.00", "size": "129;16", "children": []}, {"name": null, "role": "AXStaticText", "description": null, "role_description": "text", "value": " ", "position": "830.00;4062.00", "size": "49;16", "children": []}]}, {"name": null, "role": "AXRow", "description": null, "role_description": "outline row", "value": null, "position": "200.00;4079.00", "size": "695;17", "children": [{"name": null, "role": "AXStaticText", "description": null, "role_description": "text", "value": "Create a new Deployment", "position": "218.00;4079.00", "size": "221;16", "children": []}, {"name": null, "role": "AXStaticText", "description": null, "role_description": "text", "value": "", "position": "440.00;4079.00", "size": "129;16", "children": []}, {"name": null, "role": "AXStaticText", "description": null, "role_description": "text", "value": "", "position": "570.00;4079.00", "size": "129;16", "children": []}, {"name": null, "role": "AXStaticText", "description": null, "role_description": "text", "value": "Commands for the creation of UML elements", "position": "700.00;4079.00", "size": "129;16", "children": []}, {"name": null, "role": "AXStaticText", "description": null, "role_description": "text", "value": " ", "position": "830.00;4079.00", "size": "49;16", "children": []}]}, {"name": null, "role": "AXRow", "description": null, "role_description": "outline row", "value": null, "position": "200.00;4096.00", "size": "695;17", "children": [{"name": null, "role": "AXStaticText", "description": null, "role_description": "text", "value": "Create a new Deployment Diagram", "position": "218.00;4096.00", "size": "221;16", "children": []}, {"name": null, "role": "AXStaticText", "description": null, "role_description": "text", "value": "", "position": "440.00;4096.00", "size": "129;16", "children": []}, {"name": null, "role": "AXStaticText", "description": null, "role_description": "text", "value": "", "position": "570.00;4096.00", "size": "129;16", "children": []}, {"name": null, "role": "AXStaticText", "description": null, "role_description": "text", "value": "Papyrus Category", "position": "700.00;4096.00", "size": "129;16", "children": []}, {"name": null, "role": "AXStaticText", "description": null, "role_description": "text", "value": " ", "position": "830.00;4096.00", "size": "49;16", "children": []}]}, {"name": null, "role": "AXRow", "description": null, "role_description": "outline row", "value": null, "position": "200.00;4113.00", "size": "695;17", "children": [{"name": null, "role": "AXStaticText", "description": null, "role_description": "text", "value": "Create a new DeploymentSpecification", "position": "218.00;4113.00", "size": "221;16", "children": []}, {"name": null, "role": "AXStaticText", "description": null, "role_description": "text", "value": "", "position": "440.00;4113.00", "size": "129;16", "children": []}, {"name": null, "role": "AXStaticText", "description": null, "role_description": "text", "value": "", "position": "570.00;4113.00", "size": "129;16", "children": []}, {"name": null, "role": "AXStaticText", "description": null, "role_description": "text", "value": "Commands for the creation of UML elements", "position": "700.00;4113.00", "size": "129;16", "children": []}, {"name": null, "role": "AXStaticText", "description": null, "role_description": "text", "value": " ", "position": "830.00;4113.00", "size": "49;16", "children": []}]}, {"name": null, "role": "AXRow", "description": null, "role_description": "outline row", "value": null, "position": "200.00;4130.00", "size": "695;17", "children": [{"name": null, "role": "AXStaticText", "description": null, "role_description": "text", "value": "Create a new DestroyLinkAction", "position": "218.00;4130.00", "size": "221;16", "children": []}, {"name": null, "role": "AXStaticText", "description": null, "role_description": "text", "value": "", "position": "440.00;4130.00", "size": "129;16", "children": []}, {"name": null, "role": "AXStaticText", "description": null, "role_description": "text", "value": "", "position": "570.00;4130.00", "size": "129;16", "children": []}, {"name": null, "role": "AXStaticText", "description": null, "role_description": "text", "value": "Commands for the creation of UML elements", "position": "700.00;4130.00", "size": "129;16", "children": []}, {"name": null, "role": "AXStaticText", "description": null, "role_description": "text", "value": " ", "position": "830.00;4130.00", "size": "49;16", "children": []}]}, {"name": null, "role": "AXRow", "description": null, "role_description": "outline row", "value": null, "position": "200.00;4147.00", "size": "695;17", "children": [{"name": null, "role": "AXStaticText", "description": null, "role_description": "text", "value": "Create a new DestroyObjectAction", "position": "218.00;4147.00", "size": "221;16", "children": []}, {"name": null, "role": "AXStaticText", "description": null, "role_description": "text", "value": "", "position": "440.00;4147.00", "size": "129;16", "children": []}, {"name": null, "role": "AXStaticText", "description": null, "role_description": "text", "value": "", "position": "570.00;4147.00", "size": "129;16", "children": []}, {"name": null, "role": "AXStaticText", "description": null, "role_description": "text", "value": "Commands for the creation of UML elements", "position": "700.00;4147.00", "size": "129;16", "children": []}, {"name": null, "role": "AXStaticText", "description": null, "role_description": "text", "value": " ", "position": "830.00;4147.00", "size": "49;16", "children": []}]}, {"name": null, "role": "AXRow", "description": null, "role_description": "outline row", "value": null, "position": "200.00;4164.00", "size": "695;17", "children": [{"name": null, "role": "AXStaticText", "description": null, "role_description": "text", "value": "Create a new DestructionOccurrenceSpecification", "position": "218.00;4164.00", "size": "221;16", "children": []}, {"name": null, "role": "AXStaticText", "description": null, "role_description": "text", "value": "", "position": "440.00;4164.00", "size": "129;16", "children": []}, {"name": null, "role": "AXStaticText", "description": null, "role_description": "text", "value": "", "position": "570.00;4164.00", "size": "129;16", "children": []}, {"name": null, "role": "AXStaticText", "description": null, "role_description": "text", "value": "Commands for the creation of UML elements", "position": "700.00;4164.00", "size": "129;16", "children": []}, {"name": null, "role": "AXStaticText", "description": null, "role_description": "text", "value": " ", "position": "830.00;4164.00", "size": "49;16", "children": []}]}, {"name": null, "role": "AXRow", "description": null, "role_description": "outline row", "value": null, "position": "200.00;4181.00", "size": "695;17", "children": [{"name": null, "role": "AXStaticText", "description": null, "role_description": "text", "value": "Create a new Device", "position": "218.00;4181.00", "size": "221;16", "children": []}, {"name": null, "role": "AXStaticText", "description": null, "role_description": "text", "value": "", "position": "440.00;4181.00", "size": "129;16", "children": []}, {"name": null, "role": "AXStaticText", "description": null, "role_description": "text", "value": "", "position": "570.00;4181.00", "size": "129;16", "children": []}, {"name": null, "role": "AXStaticText", "description": null, "role_description": "text", "value": "Commands for the creation of UML elements", "position": "700.00;4181.00", "size": "129;16", "children": []}, {"name": null, "role": "AXStaticText", "description": null, "role_description": "text", "value": " ", "position": "830.00;4181.00", "size": "49;16", "children": []}]}, {"name": null, "role": "AXRow", "description": null, "role_description": "outline row", "value": null, "position": "200.00;4198.00", "size": "695;17", "children": [{"name": null, "role": "AXStaticText", "description": null, "role_description": "text", "value": "Create a new Duration", "position": "218.00;4198.00", "size": "221;16", "children": []}, {"name": null, "role": "AXStaticText", "description": null, "role_description": "text", "value": "", "position": "440.00;4198.00", "size": "129;16", "children": []}, {"name": null, "role": "AXStaticText", "description": null, "role_description": "text", "value": "", "position": "570.00;4198.00", "size": "129;16", "children": []}, {"name": null, "role": "AXStaticText", "description": null, "role_description": "text", "value": "Commands for the creation of UML elements", "position": "700.00;4198.00", "size": "129;16", "children": []}, {"name": null, "role": "AXStaticText", "description": null, "role_description": "text", "value": " ", "position": "830.00;4198.00", "size": "49;16", "children": []}]}, {"name": null, "role": "AXRow", "description": null, "role_description": "outline row", "value": null, "position": "200.00;4215.00", "size": "695;17", "children": [{"name": null, "role": "AXStaticText", "description": null, "role_description": "text", "value": "Create a new DurationConstraint", "position": "218.00;4215.00", "size": "221;16", "children": []}, {"name": null, "role": "AXStaticText", "description": null, "role_description": "text", "value": "", "position": "440.00;4215.00", "size": "129;16", "children": []}, {"name": null, "role": "AXStaticText", "description": null, "role_description": "text", "value": "", "position": "570.00;4215.00", "size": "129;16", "children": []}, {"name": null, "role": "AXStaticText", "description": null, "role_description": "text", "value": "Commands for the creation of UML elements", "position": "700.00;4215.00", "size": "129;16", "children": []}, {"name": null, "role": "AXStaticText", "description": null, "role_description": "text", "value": " ", "position": "830.00;4215.00", "size": "49;16", "children": []}]}, {"name": null, "role": "AXRow", "description": null, "role_description": "outline row", "value": null, "position": "200.00;4232.00", "size": "695;17", "children": [{"name": null, "role": "AXStaticText", "description": null, "role_description": "text", "value": "Create a new DurationInterval", "position": "218.00;4232.00", "size": "221;16", "children": []}, {"name": null, "role": "AXStaticText", "description": null, "role_description": "text", "value": "", "position": "440.00;4232.00", "size": "129;16", "children": []}, {"name": null, "role": "AXStaticText", "description": null, "role_description": "text", "value": "", "position": "570.00;4232.00", "size": "129;16", "children": []}, {"name": null, "role": "AXStaticText", "description": null, "role_description": "text", "value": "Commands for the creation of UML elements", "position": "700.00;4232.00", "size": "129;16", "children": []}, {"name": null, "role": "AXStaticText", "description": null, "role_description": "text", "value": " ", "position": "830.00;4232.00", "size": "49;16", "children": []}]}, {"name": null, "role": "AXRow", "description": null, "role_description": "outline row", "value": null, "position": "200.00;4249.00", "size": "695;17", "children": [{"name": null, "role": "AXStaticText", "description": null, "role_description": "text", "value": "Create a new DurationObservation", "position": "218.00;4249.00", "size": "221;16", "children": []}, {"name": null, "role": "AXStaticText", "description": null, "role_description": "text", "value": "", "position": "440.00;4249.00", "size": "129;16", "children": []}, {"name": null, "role": "AXStaticText", "description": null, "role_description": "text", "value": "", "position": "570.00;4249.00", "size": "129;16", "children": []}, {"name": null, "role": "AXStaticText", "description": null, "role_description": "text", "value": "Commands for the creation of UML elements", "position": "700.00;4249.00", "size": "129;16", "children": []}, {"name": null, "role": "AXStaticText", "description": null, "role_description": "text", "value": " ", "position": "830.00;4249.00", "size": "49;16", "children": []}]}, {"name": null, "role": "AXRow", "description": null, "role_description": "outline row", "value": null, "position": "200.00;4266.00", "size": "695;17", "children": [{"name": null, "role": "AXStaticText", "description": null, "role_description": "text", "value": "Create a new ElementImport", "position": "218.00;4266.00", "size": "221;16", "children": []}, {"name": null, "role": "AXStaticText", "description": null, "role_description": "text", "value": "", "position": "440.00;4266.00", "size": "129;16", "children": []}, {"name": null, "role": "AXStaticText", "description": null, "role_description": "text", "value": "", "position": "570.00;4266.00", "size": "129;16", "children": []}, {"name": null, "role": "AXStaticText", "description": null, "role_description": "text", "value": "Commands for the creation of UML elements", "position": "700.00;4266.00", "size": "129;16", "children": []}, {"name": null, "role": "AXStaticText", "description": null, "role_description": "text", "value": " ", "position": "830.00;4266.00", "size": "49;16", "children": []}]}, {"name": null, "role": "AXRow", "description": null, "role_description": "outline row", "value": null, "position": "200.00;4283.00", "size": "695;17", "children": [{"name": null, "role": "AXStaticText", "description": null, "role_description": "text", "value": "Create a new Enumeration", "position": "218.00;4283.00", "size": "221;16", "children": []}, {"name": null, "role": "AXStaticText", "description": null, "role_description": "text", "value": "", "position": "440.00;4283.00", "size": "129;16", "children": []}, {"name": null, "role": "AXStaticText", "description": null, "role_description": "text", "value": "", "position": "570.00;4283.00", "size": "129;16", "children": []}, {"name": null, "role": "AXStaticText", "description": null, "role_description": "text", "value": "Commands for the creation of UML elements", "position": "700.00;4283.00", "size": "129;16", "children": []}, {"name": null, "role": "AXStaticText", "description": null, "role_description": "text", "value": " ", "position": "830.00;4283.00", "size": "49;16", "children": []}]}, {"name": null, "role": "AXRow", "description": null, "role_description": "outline row", "value": null, "position": "200.00;4300.00", "size": "695;17", "children": [{"name": null, "role": "AXStaticText", "description": null, "role_description": "text", "value": "Create a new EnumerationLiteral", "position": "218.00;4300.00", "size": "221;16", "children": []}, {"name": null, "role": "AXStaticText", "description": null, "role_description": "text", "value": "", "position": "440.00;4300.00", "size": "129;16", "children": []}, {"name": null, "role": "AXStaticText", "description": null, "role_description": "text", "value": "", "position": "570.00;4300.00", "size": "129;16", "children": []}, {"name": null, "role": "AXStaticText", "description": null, "role_description": "text", "value": "Commands for the creation of UML elements", "position": "700.00;4300.00", "size": "129;16", "children": []}, {"name": null, "role": "AXStaticText", "description": null, "role_description": "text", "value": " ", "position": "830.00;4300.00", "size": "49;16", "children": []}]}, {"name": null, "role": "AXRow", "description": null, "role_description": "outline row", "value": null, "position": "200.00;4317.00", "size": "695;17", "children": [{"name": null, "role": "AXStaticText", "description": null, "role_description": "text", "value": "Create a new ExceptionHandler", "position": "218.00;4317.00", "size": "221;16", "children": []}, {"name": null, "role": "AXStaticText", "description": null, "role_description": "text", "value": "", "position": "440.00;4317.00", "size": "129;16", "children": []}, {"name": null, "role": "AXStaticText", "description": null, "role_description": "text", "value": "", "position": "570.00;4317.00", "size": "129;16", "children": []}, {"name": null, "role": "AXStaticText", "description": null, "role_description": "text", "value": "Commands for the creation of UML elements", "position": "700.00;4317.00", "size": "129;16", "children": []}, {"name": null, "role": "AXStaticText", "description": null, "role_description": "text", "value": " ", "position": "830.00;4317.00", "size": "49;16", "children": []}]}, {"name": null, "role": "AXRow", "description": null, "role_description": "outline row", "value": null, "position": "200.00;4334.00", "size": "695;17", "children": [{"name": null, "role": "AXStaticText", "description": null, "role_description": "text", "value": "Create a new ExecutionEnvironment", "position": "218.00;4334.00", "size": "221;16", "children": []}, {"name": null, "role": "AXStaticText", "description": null, "role_description": "text", "value": "", "position": "440.00;4334.00", "size": "129;16", "children": []}, {"name": null, "role": "AXStaticText", "description": null, "role_description": "text", "value": "", "position": "570.00;4334.00", "size": "129;16", "children": []}, {"name": null, "role": "AXStaticText", "description": null, "role_description": "text", "value": "Commands for the creation of UML elements", "position": "700.00;4334.00", "size": "129;16", "children": []}, {"name": null, "role": "AXStaticText", "description": null, "role_description": "text", "value": " ", "position": "830.00;4334.00", "size": "49;16", "children": []}]}, {"name": null, "role": "AXRow", "description": null, "role_description": "outline row", "value": null, "position": "200.00;4351.00", "size": "695;17", "children": [{"name": null, "role": "AXStaticText", "description": null, "role_description": "text", "value": "Create a new ExecutionOccurrenceSpecification", "position": "218.00;4351.00", "size": "221;16", "children": []}, {"name": null, "role": "AXStaticText", "description": null, "role_description": "text", "value": "", "position": "440.00;4351.00", "size": "129;16", "children": []}, {"name": null, "role": "AXStaticText", "description": null, "role_description": "text", "value": "", "position": "570.00;4351.00", "size": "129;16", "children": []}, {"name": null, "role": "AXStaticText", "description": null, "role_description": "text", "value": "Commands for the creation of UML elements", "position": "700.00;4351.00", "size": "129;16", "children": []}, {"name": null, "role": "AXStaticText", "description": null, "role_description": "text", "value": " ", "position": "830.00;4351.00", "size": "49;16", "children": []}]}, {"name": null, "role": "AXRow", "description": null, "role_description": "outline row", "value": null, "position": "200.00;4368.00", "size": "695;17", "children": [{"name": null, "role": "AXStaticText", "description": null, "role_description": "text", "value": "Create a new ExpansionNode", "position": "218.00;4368.00", "size": "221;16", "children": []}, {"name": null, "role": "AXStaticText", "description": null, "role_description": "text", "value": "", "position": "440.00;4368.00", "size": "129;16", "children": []}, {"name": null, "role": "AXStaticText", "description": null, "role_description": "text", "value": "", "position": "570.00;4368.00", "size": "129;16", "children": []}, {"name": null, "role": "AXStaticText", "description": null, "role_description": "text", "value": "Commands for the creation of UML elements", "position": "700.00;4368.00", "size": "129;16", "children": []}, {"name": null, "role": "AXStaticText", "description": null, "role_description": "text", "value": " ", "position": "830.00;4368.00", "size": "49;16", "children": []}]}, {"name": null, "role": "AXRow", "description": null, "role_description": "outline row", "value": null, "position": "200.00;4385.00", "size": "695;17", "children": [{"name": null, "role": "AXStaticText", "description": null, "role_description": "text", "value": "Create a new ExpansionRegion", "position": "218.00;4385.00", "size": "221;16", "children": []}, {"name": null, "role": "AXStaticText", "description": null, "role_description": "text", "value": "", "position": "440.00;4385.00", "size": "129;16", "children": []}, {"name": null, "role": "AXStaticText", "description": null, "role_description": "text", "value": "", "position": "570.00;4385.00", "size": "129;16", "children": []}, {"name": null, "role": "AXStaticText", "description": null, "role_description": "text", "value": "Commands for the creation of UML elements", "position": "700.00;4385.00", "size": "129;16", "children": []}, {"name": null, "role": "AXStaticText", "description": null, "role_description": "text", "value": " ", "position": "830.00;4385.00", "size": "49;16", "children": []}]}, {"name": null, "role": "AXRow", "description": null, "role_description": "outline row", "value": null, "position": "200.00;4402.00", "size": "695;17", "children": [{"name": null, "role": "AXStaticText", "description": null, "role_description": "text", "value": "Create a new Expression", "position": "218.00;4402.00", "size": "221;16", "children": []}, {"name": null, "role": "AXStaticText", "description": null, "role_description": "text", "value": "", "position": "440.00;4402.00", "size": "129;16", "children": []}, {"name": null, "role": "AXStaticText", "description": null, "role_description": "text", "value": "", "position": "570.00;4402.00", "size": "129;16", "children": []}, {"name": null, "role": "AXStaticText", "description": null, "role_description": "text", "value": "Commands for the creation of UML elements", "position": "700.00;4402.00", "size": "129;16", "children": []}, {"name": null, "role": "AXStaticText", "description": null, "role_description": "text", "value": " ", "position": "830.00;4402.00", "size": "49;16", "children": []}]}, {"name": null, "role": "AXRow", "description": null, "role_description": "outline row", "value": null, "position": "200.00;4419.00", "size": "695;17", "children": [{"name": null, "role": "AXStaticText", "description": null, "role_description": "text", "value": "Create a new Extend", "position": "218.00;4419.00", "size": "221;16", "children": []}, {"name": null, "role": "AXStaticText", "description": null, "role_description": "text", "value": "", "position": "440.00;4419.00", "size": "129;16", "children": []}, {"name": null, "role": "AXStaticText", "description": null, "role_description": "text", "value": "", "position": "570.00;4419.00", "size": "129;16", "children": []}, {"name": null, "role": "AXStaticText", "description": null, "role_description": "text", "value": "Commands for the creation of UML elements", "position": "700.00;4419.00", "size": "129;16", "children": []}, {"name": null, "role": "AXStaticText", "description": null, "role_description": "text", "value": " ", "position": "830.00;4419.00", "size": "49;16", "children": []}]}, {"name": null, "role": "AXRow", "description": null, "role_description": "outline row", "value": null, "position": "200.00;4436.00", "size": "695;17", "children": [{"name": null, "role": "AXStaticText", "description": null, "role_description": "text", "value": "Create a new Extension", "position": "218.00;4436.00", "size": "221;16", "children": []}, {"name": null, "role": "AXStaticText", "description": null, "role_description": "text", "value": "", "position": "440.00;4436.00", "size": "129;16", "children": []}, {"name": null, "role": "AXStaticText", "description": null, "role_description": "text", "value": "", "position": "570.00;4436.00", "size": "129;16", "children": []}, {"name": null, "role": "AXStaticText", "description": null, "role_description": "text", "value": "Commands for the creation of UML elements", "position": "700.00;4436.00", "size": "129;16", "children": []}, {"name": null, "role": "AXStaticText", "description": null, "role_description": "text", "value": " ", "position": "830.00;4436.00", "size": "49;16", "children": []}]}, {"name": null, "role": "AXRow", "description": null, "role_description": "outline row", "value": null, "position": "200.00;4453.00", "size": "695;17", "children": [{"name": null, "role": "AXStaticText", "description": null, "role_description": "text", "value": "Create a new ExtensionEnd", "position": "218.00;4453.00", "size": "221;16", "children": []}, {"name": null, "role": "AXStaticText", "description": null, "role_description": "text", "value": "", "position": "440.00;4453.00", "size": "129;16", "children": []}, {"name": null, "role": "AXStaticText", "description": null, "role_description": "text", "value": "", "position": "570.00;4453.00", "size": "129;16", "children": []}, {"name": null, "role": "AXStaticText", "description": null, "role_description": "text", "value": "Commands for the creation of UML elements", "position": "700.00;4453.00", "size": "129;16", "children": []}, {"name": null, "role": "AXStaticText", "description": null, "role_description": "text", "value": " ", "position": "830.00;4453.00", "size": "49;16", "children": []}]}, {"name": null, "role": "AXRow", "description": null, "role_description": "outline row", "value": null, "position": "200.00;4470.00", "size": "695;17", "children": [{"name": null, "role": "AXStaticText", "description": null, "role_description": "text", "value": "Create a new ExtensionPoint", "position": "218.00;4470.00", "size": "221;16", "children": []}, {"name": null, "role": "AXStaticText", "description": null, "role_description": "text", "value": "", "position": "440.00;4470.00", "size": "129;16", "children": []}, {"name": null, "role": "AXStaticText", "description": null, "role_description": "text", "value": "", "position": "570.00;4470.00", "size": "129;16", "children": []}, {"name": null, "role": "AXStaticText", "description": null, "role_description": "text", "value": "Commands for the creation of UML elements", "position": "700.00;4470.00", "size": "129;16", "children": []}, {"name": null, "role": "AXStaticText", "description": null, "role_description": "text", "value": " ", "position": "830.00;4470.00", "size": "49;16", "children": []}]}, {"name": null, "role": "AXRow", "description": null, "role_description": "outline row", "value": null, "position": "200.00;4487.00", "size": "695;17", "children": [{"name": null, "role": "AXStaticText", "description": null, "role_description": "text", "value": "Create a new FinalState", "position": "218.00;4487.00", "size": "221;16", "children": []}, {"name": null, "role": "AXStaticText", "description": null, "role_description": "text", "value": "", "position": "440.00;4487.00", "size": "129;16", "children": []}, {"name": null, "role": "AXStaticText", "description": null, "role_description": "text", "value": "", "position": "570.00;4487.00", "size": "129;16", "children": []}, {"name": null, "role": "AXStaticText", "description": null, "role_description": "text", "value": "Commands for the creation of UML elements", "position": "700.00;4487.00", "size": "129;16", "children": []}, {"name": null, "role": "AXStaticText", "description": null, "role_description": "text", "value": " ", "position": "830.00;4487.00", "size": "49;16", "children": []}]}, {"name": null, "role": "AXRow", "description": null, "role_description": "outline row", "value": null, "position": "200.00;4504.00", "size": "695;17", "children": [{"name": null, "role": "AXStaticText", "description": null, "role_description": "text", "value": "Create a new FlowFinalNode", "position": "218.00;4504.00", "size": "221;16", "children": []}, {"name": null, "role": "AXStaticText", "description": null, "role_description": "text", "value": "", "position": "440.00;4504.00", "size": "129;16", "children": []}, {"name": null, "role": "AXStaticText", "description": null, "role_description": "text", "value": "", "position": "570.00;4504.00", "size": "129;16", "children": []}, {"name": null, "role": "AXStaticText", "description": null, "role_description": "text", "value": "Commands for the creation of UML elements", "position": "700.00;4504.00", "size": "129;16", "children": []}, {"name": null, "role": "AXStaticText", "description": null, "role_description": "text", "value": " ", "position": "830.00;4504.00", "size": "49;16", "children": []}]}, {"name": null, "role": "AXRow", "description": null, "role_description": "outline row", "value": null, "position": "200.00;4521.00", "size": "695;17", "children": [{"name": null, "role": "AXStaticText", "description": null, "role_description": "text", "value": "Create a new ForkNode", "position": "218.00;4521.00", "size": "221;16", "children": []}, {"name": null, "role": "AXStaticText", "description": null, "role_description": "text", "value": "", "position": "440.00;4521.00", "size": "129;16", "children": []}, {"name": null, "role": "AXStaticText", "description": null, "role_description": "text", "value": "", "position": "570.00;4521.00", "size": "129;16", "children": []}, {"name": null, "role": "AXStaticText", "description": null, "role_description": "text", "value": "Commands for the creation of UML elements", "position": "700.00;4521.00", "size": "129;16", "children": []}, {"name": null, "role": "AXStaticText", "description": null, "role_description": "text", "value": " ", "position": "830.00;4521.00", "size": "49;16", "children": []}]}, {"name": null, "role": "AXRow", "description": null, "role_description": "outline row", "value": null, "position": "200.00;4538.00", "size": "695;17", "children": [{"name": null, "role": "AXStaticText", "description": null, "role_description": "text", "value": "Create a new FunctionBehavior", "position": "218.00;4538.00", "size": "221;16", "children": []}, {"name": null, "role": "AXStaticText", "description": null, "role_description": "text", "value": "", "position": "440.00;4538.00", "size": "129;16", "children": []}, {"name": null, "role": "AXStaticText", "description": null, "role_description": "text", "value": "", "position": "570.00;4538.00", "size": "129;16", "children": []}, {"name": null, "role": "AXStaticText", "description": null, "role_description": "text", "value": "Commands for the creation of UML elements", "position": "700.00;4538.00", "size": "129;16", "children": []}, {"name": null, "role": "AXStaticText", "description": null, "role_description": "text", "value": " ", "position": "830.00;4538.00", "size": "49;16", "children": []}]}, {"name": null, "role": "AXRow", "description": null, "role_description": "outline row", "value": null, "position": "200.00;4555.00", "size": "695;17", "children": [{"name": null, "role": "AXStaticText", "description": null, "role_description": "text", "value": "Create a new Gate", "position": "218.00;4555.00", "size": "221;16", "children": []}, {"name": null, "role": "AXStaticText", "description": null, "role_description": "text", "value": "", "position": "440.00;4555.00", "size": "129;16", "children": []}, {"name": null, "role": "AXStaticText", "description": null, "role_description": "text", "value": "", "position": "570.00;4555.00", "size": "129;16", "children": []}, {"name": null, "role": "AXStaticText", "description": null, "role_description": "text", "value": "Commands for the creation of UML elements", "position": "700.00;4555.00", "size": "129;16", "children": []}, {"name": null, "role": "AXStaticText", "description": null, "role_description": "text", "value": " ", "position": "830.00;4555.00", "size": "49;16", "children": []}]}, {"name": null, "role": "AXRow", "description": null, "role_description": "outline row", "value": null, "position": "200.00;4572.00", "size": "695;17", "children": [{"name": null, "role": "AXStaticText", "description": null, "role_description": "text", "value": "Create a new Generalization", "position": "218.00;4572.00", "size": "221;16", "children": []}, {"name": null, "role": "AXStaticText", "description": null, "role_description": "text", "value": "", "position": "440.00;4572.00", "size": "129;16", "children": []}, {"name": null, "role": "AXStaticText", "description": null, "role_description": "text", "value": "", "position": "570.00;4572.00", "size": "129;16", "children": []}, {"name": null, "role": "AXStaticText", "description": null, "role_description": "text", "value": "Commands for the creation of UML elements", "position": "700.00;4572.00", "size": "129;16", "children": []}, {"name": null, "role": "AXStaticText", "description": null, "role_description": "text", "value": " ", "position": "830.00;4572.00", "size": "49;16", "children": []}]}, {"name": null, "role": "AXRow", "description": null, "role_description": "outline row", "value": null, "position": "200.00;4589.00", "size": "695;17", "children": [{"name": null, "role": "AXStaticText", "description": null, "role_description": "text", "value": "Create a new GeneralizationSet", "position": "218.00;4589.00", "size": "221;16", "children": []}, {"name": null, "role": "AXStaticText", "description": null, "role_description": "text", "value": "", "position": "440.00;4589.00", "size": "129;16", "children": []}, {"name": null, "role": "AXStaticText", "description": null, "role_description": "text", "value": "", "position": "570.00;4589.00", "size": "129;16", "children": []}, {"name": null, "role": "AXStaticText", "description": null, "role_description": "text", "value": "Commands for the creation of UML elements", "position": "700.00;4589.00", "size": "129;16", "children": []}, {"name": null, "role": "AXStaticText", "description": null, "role_description": "text", "value": " ", "position": "830.00;4589.00", "size": "49;16", "children": []}]}, {"name": null, "role": "AXRow", "description": null, "role_description": "outline row", "value": null, "position": "200.00;4606.00", "size": "695;17", "children": [{"name": null, "role": "AXStaticText", "description": null, "role_description": "text", "value": "Create a new GeneralOrdering", "position": "218.00;4606.00", "size": "221;16", "children": []}, {"name": null, "role": "AXStaticText", "description": null, "role_description": "text", "value": "", "position": "440.00;4606.00", "size": "129;16", "children": []}, {"name": null, "role": "AXStaticText", "description": null, "role_description": "text", "value": "", "position": "570.00;4606.00", "size": "129;16", "children": []}, {"name": null, "role": "AXStaticText", "description": null, "role_description": "text", "value": "Commands for the creation of UML elements", "position": "700.00;4606.00", "size": "129;16", "children": []}, {"name": null, "role": "AXStaticText", "description": null, "role_description": "text", "value": " ", "position": "830.00;4606.00", "size": "49;16", "children": []}]}, {"name": null, "role": "AXRow", "description": null, "role_description": "outline row", "value": null, "position": "200.00;4623.00", "size": "695;17", "children": [{"name": null, "role": "AXStaticText", "description": null, "role_description": "text", "value": "Create a new Generic Table", "position": "218.00;4623.00", "size": "221;16", "children": []}, {"name": null, "role": "AXStaticText", "description": null, "role_description": "text", "value": "", "position": "440.00;4623.00", "size": "129;16", "children": []}, {"name": null, "role": "AXStaticText", "description": null, "role_description": "text", "value": "", "position": "570.00;4623.00", "size": "129;16", "children": []}, {"name": null, "role": "AXStaticText", "description": null, "role_description": "text", "value": "Papyrus Category", "position": "700.00;4623.00", "size": "129;16", "children": []}, {"name": null, "role": "AXStaticText", "description": null, "role_description": "text", "value": " ", "position": "830.00;4623.00", "size": "49;16", "children": []}]}, {"name": null, "role": "AXRow", "description": null, "role_description": "outline row", "value": null, "position": "200.00;4640.00", "size": "695;17", "children": [{"name": null, "role": "AXStaticText", "description": null, "role_description": "text", "value": "Create a new Image", "position": "218.00;4640.00", "size": "221;16", "children": []}, {"name": null, "role": "AXStaticText", "description": null, "role_description": "text", "value": "", "position": "440.00;4640.00", "size": "129;16", "children": []}, {"name": null, "role": "AXStaticText", "description": null, "role_description": "text", "value": "", "position": "570.00;4640.00", "size": "129;16", "children": []}, {"name": null, "role": "AXStaticText", "description": null, "role_description": "text", "value": "Commands for the creation of UML elements", "position": "700.00;4640.00", "size": "129;16", "children": []}, {"name": null, "role": "AXStaticText", "description": null, "role_description": "text", "value": " ", "position": "830.00;4640.00", "size": "49;16", "children": []}]}, {"name": null, "role": "AXRow", "description": null, "role_description": "outline row", "value": null, "position": "200.00;4657.00", "size": "695;17", "children": [{"name": null, "role": "AXStaticText", "description": null, "role_description": "text", "value": "Create a new Include", "position": "218.00;4657.00", "size": "221;16", "children": []}, {"name": null, "role": "AXStaticText", "description": null, "role_description": "text", "value": "", "position": "440.00;4657.00", "size": "129;16", "children": []}, {"name": null, "role": "AXStaticText", "description": null, "role_description": "text", "value": "", "position": "570.00;4657.00", "size": "129;16", "children": []}, {"name": null, "role": "AXStaticText", "description": null, "role_description": "text", "value": "Commands for the creation of UML elements", "position": "700.00;4657.00", "size": "129;16", "children": []}, {"name": null, "role": "AXStaticText", "description": null, "role_description": "text", "value": " ", "position": "830.00;4657.00", "size": "49;16", "children": []}]}, {"name": null, "role": "AXRow", "description": null, "role_description": "outline row", "value": null, "position": "200.00;4674.00", "size": "695;17", "children": [{"name": null, "role": "AXStaticText", "description": null, "role_description": "text", "value": "Create a new InformationFlow", "position": "218.00;4674.00", "size": "221;16", "children": []}, {"name": null, "role": "AXStaticText", "description": null, "role_description": "text", "value": "", "position": "440.00;4674.00", "size": "129;16", "children": []}, {"name": null, "role": "AXStaticText", "description": null, "role_description": "text", "value": "", "position": "570.00;4674.00", "size": "129;16", "children": []}, {"name": null, "role": "AXStaticText", "description": null, "role_description": "text", "value": "Commands for the creation of UML elements", "position": "700.00;4674.00", "size": "129;16", "children": []}, {"name": null, "role": "AXStaticText", "description": null, "role_description": "text", "value": " ", "position": "830.00;4674.00", "size": "49;16", "children": []}]}, {"name": null, "role": "AXRow", "description": null, "role_description": "outline row", "value": null, "position": "200.00;4691.00", "size": "695;17", "children": [{"name": null, "role": "AXStaticText", "description": null, "role_description": "text", "value": "Create a new InformationItem", "position": "218.00;4691.00", "size": "221;16", "children": []}, {"name": null, "role": "AXStaticText", "description": null, "role_description": "text", "value": "", "position": "440.00;4691.00", "size": "129;16", "children": []}, {"name": null, "role": "AXStaticText", "description": null, "role_description": "text", "value": "", "position": "570.00;4691.00", "size": "129;16", "children": []}, {"name": null, "role": "AXStaticText", "description": null, "role_description": "text", "value": "Commands for the creation of UML elements", "position": "700.00;4691.00", "size": "129;16", "children": []}, {"name": null, "role": "AXStaticText", "description": null, "role_description": "text", "value": " ", "position": "830.00;4691.00", "size": "49;16", "children": []}]}, {"name": null, "role": "AXRow", "description": null, "role_description": "outline row", "value": null, "position": "200.00;4708.00", "size": "695;17", "children": [{"name": null, "role": "AXStaticText", "description": null, "role_description": "text", "value": "Create a new InitialNode", "position": "218.00;4708.00", "size": "221;16", "children": []}, {"name": null, "role": "AXStaticText", "description": null, "role_description": "text", "value": "", "position": "440.00;4708.00", "size": "129;16", "children": []}, {"name": null, "role": "AXStaticText", "description": null, "role_description": "text", "value": "", "position": "570.00;4708.00", "size": "129;16", "children": []}, {"name": null, "role": "AXStaticText", "description": null, "role_description": "text", "value": "Commands for the creation of UML elements", "position": "700.00;4708.00", "size": "129;16", "children": []}, {"name": null, "role": "AXStaticText", "description": null, "role_description": "text", "value": " ", "position": "830.00;4708.00", "size": "49;16", "children": []}]}, {"name": null, "role": "AXRow", "description": null, "role_description": "outline row", "value": null, "position": "200.00;4725.00", "size": "695;17", "children": [{"name": null, "role": "AXStaticText", "description": null, "role_description": "text", "value": "Create a new InputPin", "position": "218.00;4725.00", "size": "221;16", "children": []}, {"name": null, "role": "AXStaticText", "description": null, "role_description": "text", "value": "", "position": "440.00;4725.00", "size": "129;16", "children": []}, {"name": null, "role": "AXStaticText", "description": null, "role_description": "text", "value": "", "position": "570.00;4725.00", "size": "129;16", "children": []}, {"name": null, "role": "AXStaticText", "description": null, "role_description": "text", "value": "Commands for the creation of UML elements", "position": "700.00;4725.00", "size": "129;16", "children": []}, {"name": null, "role": "AXStaticText", "description": null, "role_description": "text", "value": " ", "position": "830.00;4725.00", "size": "49;16", "children": []}]}, {"name": null, "role": "AXRow", "description": null, "role_description": "outline row", "value": null, "position": "200.00;4742.00", "size": "695;17", "children": [{"name": null, "role": "AXStaticText", "description": null, "role_description": "text", "value": "Create a new InstanceSpecification", "position": "218.00;4742.00", "size": "221;16", "children": []}, {"name": null, "role": "AXStaticText", "description": null, "role_description": "text", "value": "", "position": "440.00;4742.00", "size": "129;16", "children": []}, {"name": null, "role": "AXStaticText", "description": null, "role_description": "text", "value": "", "position": "570.00;4742.00", "size": "129;16", "children": []}, {"name": null, "role": "AXStaticText", "description": null, "role_description": "text", "value": "Commands for the creation of UML elements", "position": "700.00;4742.00", "size": "129;16", "children": []}, {"name": null, "role": "AXStaticText", "description": null, "role_description": "text", "value": " ", "position": "830.00;4742.00", "size": "49;16", "children": []}]}, {"name": null, "role": "AXRow", "description": null, "role_description": "outline row", "value": null, "position": "200.00;4759.00", "size": "695;17", "children": [{"name": null, "role": "AXStaticText", "description": null, "role_description": "text", "value": "Create a new InstanceValue", "position": "218.00;4759.00", "size": "221;16", "children": []}, {"name": null, "role": "AXStaticText", "description": null, "role_description": "text", "value": "", "position": "440.00;4759.00", "size": "129;16", "children": []}, {"name": null, "role": "AXStaticText", "description": null, "role_description": "text", "value": "", "position": "570.00;4759.00", "size": "129;16", "children": []}, {"name": null, "role": "AXStaticText", "description": null, "role_description": "text", "value": "Commands for the creation of UML elements", "position": "700.00;4759.00", "size": "129;16", "children": []}, {"name": null, "role": "AXStaticText", "description": null, "role_description": "text", "value": " ", "position": "830.00;4759.00", "size": "49;16", "children": []}]}, {"name": null, "role": "AXRow", "description": null, "role_description": "outline row", "value": null, "position": "200.00;4776.00", "size": "695;17", "children": [{"name": null, "role": "AXStaticText", "description": null, "role_description": "text", "value": "Create a new Interaction", "position": "218.00;4776.00", "size": "221;16", "children": []}, {"name": null, "role": "AXStaticText", "description": null, "role_description": "text", "value": "", "position": "440.00;4776.00", "size": "129;16", "children": []}, {"name": null, "role": "AXStaticText", "description": null, "role_description": "text", "value": "", "position": "570.00;4776.00", "size": "129;16", "children": []}, {"name": null, "role": "AXStaticText", "description": null, "role_description": "text", "value": "Commands for the creation of UML elements", "position": "700.00;4776.00", "size": "129;16", "children": []}, {"name": null, "role": "AXStaticText", "description": null, "role_description": "text", "value": " ", "position": "830.00;4776.00", "size": "49;16", "children": []}]}, {"name": null, "role": "AXRow", "description": null, "role_description": "outline row", "value": null, "position": "200.00;4793.00", "size": "695;17", "children": [{"name": null, "role": "AXStaticText", "description": null, "role_description": "text", "value": "Create a new InteractionConstraint", "position": "218.00;4793.00", "size": "221;16", "children": []}, {"name": null, "role": "AXStaticText", "description": null, "role_description": "text", "value": "", "position": "440.00;4793.00", "size": "129;16", "children": []}, {"name": null, "role": "AXStaticText", "description": null, "role_description": "text", "value": "", "position": "570.00;4793.00", "size": "129;16", "children": []}, {"name": null, "role": "AXStaticText", "description": null, "role_description": "text", "value": "Commands for the creation of UML elements", "position": "700.00;4793.00", "size": "129;16", "children": []}, {"name": null, "role": "AXStaticText", "description": null, "role_description": "text", "value": " ", "position": "830.00;4793.00", "size": "49;16", "children": []}]}, {"name": null, "role": "AXRow", "description": null, "role_description": "outline row", "value": null, "position": "200.00;4810.00", "size": "695;17", "children": [{"name": null, "role": "AXStaticText", "description": null, "role_description": "text", "value": "Create a new InteractionOperand", "position": "218.00;4810.00", "size": "221;16", "children": []}, {"name": null, "role": "AXStaticText", "description": null, "role_description": "text", "value": "", "position": "440.00;4810.00", "size": "129;16", "children": []}, {"name": null, "role": "AXStaticText", "description": null, "role_description": "text", "value": "", "position": "570.00;4810.00", "size": "129;16", "children": []}, {"name": null, "role": "AXStaticText", "description": null, "role_description": "text", "value": "Commands for the creation of UML elements", "position": "700.00;4810.00", "size": "129;16", "children": []}, {"name": null, "role": "AXStaticText", "description": null, "role_description": "text", "value": " ", "position": "830.00;4810.00", "size": "49;16", "children": []}]}, {"name": null, "role": "AXRow", "description": null, "role_description": "outline row", "value": null, "position": "200.00;4827.00", "size": "695;17", "children": [{"name": null, "role": "AXStaticText", "description": null, "role_description": "text", "value": "Create a new Interaction Overview Diagram", "position": "218.00;4827.00", "size": "221;16", "children": []}, {"name": null, "role": "AXStaticText", "description": null, "role_description": "text", "value": "", "position": "440.00;4827.00", "size": "129;16", "children": []}, {"name": null, "role": "AXStaticText", "description": null, "role_description": "text", "value": "", "position": "570.00;4827.00", "size": "129;16", "children": []}, {"name": null, "role": "AXStaticText", "description": null, "role_description": "text", "value": "Papyrus Category", "position": "700.00;4827.00", "size": "129;16", "children": []}, {"name": null, "role": "AXStaticText", "description": null, "role_description": "text", "value": " ", "position": "830.00;4827.00", "size": "49;16", "children": []}]}, {"name": null, "role": "AXRow", "description": null, "role_description": "outline row", "value": null, "position": "200.00;4844.00", "size": "695;17", "children": [{"name": null, "role": "AXStaticText", "description": null, "role_description": "text", "value": "Create a new InteractionUse", "position": "218.00;4844.00", "size": "221;16", "children": []}, {"name": null, "role": "AXStaticText", "description": null, "role_description": "text", "value": "", "position": "440.00;4844.00", "size": "129;16", "children": []}, {"name": null, "role": "AXStaticText", "description": null, "role_description": "text", "value": "", "position": "570.00;4844.00", "size": "129;16", "children": []}, {"name": null, "role": "AXStaticText", "description": null, "role_description": "text", "value": "Commands for the creation of UML elements", "position": "700.00;4844.00", "size": "129;16", "children": []}, {"name": null, "role": "AXStaticText", "description": null, "role_description": "text", "value": " ", "position": "830.00;4844.00", "size": "49;16", "children": []}]}, {"name": null, "role": "AXRow", "description": null, "role_description": "outline row", "value": null, "position": "200.00;4861.00", "size": "695;17", "children": [{"name": null, "role": "AXStaticText", "description": null, "role_description": "text", "value": "Create a new Interface", "position": "218.00;4861.00", "size": "221;16", "children": []}, {"name": null, "role": "AXStaticText", "description": null, "role_description": "text", "value": "", "position": "440.00;4861.00", "size": "129;16", "children": []}, {"name": null, "role": "AXStaticText", "description": null, "role_description": "text", "value": "", "position": "570.00;4861.00", "size": "129;16", "children": []}, {"name": null, "role": "AXStaticText", "description": null, "role_description": "text", "value": "Commands for the creation of UML elements", "position": "700.00;4861.00", "size": "129;16", "children": []}, {"name": null, "role": "AXStaticText", "description": null, "role_description": "text", "value": " ", "position": "830.00;4861.00", "size": "49;16", "children": []}]}, {"name": null, "role": "AXRow", "description": null, "role_description": "outline row", "value": null, "position": "200.00;4878.00", "size": "695;17", "children": [{"name": null, "role": "AXStaticText", "description": null, "role_description": "text", "value": "Create a new InterfaceRealization", "position": "218.00;4878.00", "size": "221;16", "children": []}, {"name": null, "role": "AXStaticText", "description": null, "role_description": "text", "value": "", "position": "440.00;4878.00", "size": "129;16", "children": []}, {"name": null, "role": "AXStaticText", "description": null, "role_description": "text", "value": "", "position": "570.00;4878.00", "size": "129;16", "children": []}, {"name": null, "role": "AXStaticText", "description": null, "role_description": "text", "value": "Commands for the creation of UML elements", "position": "700.00;4878.00", "size": "129;16", "children": []}, {"name": null, "role": "AXStaticText", "description": null, "role_description": "text", "value": " ", "position": "830.00;4878.00", "size": "49;16", "children": []}]}, {"name": null, "role": "AXRow", "description": null, "role_description": "outline row", "value": null, "position": "200.00;4895.00", "size": "695;17", "children": [{"name": null, "role": "AXStaticText", "description": null, "role_description": "text", "value": "Create a new InterruptibleActivityRegion", "position": "218.00;4895.00", "size": "221;16", "children": []}, {"name": null, "role": "AXStaticText", "description": null, "role_description": "text", "value": "", "position": "440.00;4895.00", "size": "129;16", "children": []}, {"name": null, "role": "AXStaticText", "description": null, "role_description": "text", "value": "", "position": "570.00;4895.00", "size": "129;16", "children": []}, {"name": null, "role": "AXStaticText", "description": null, "role_description": "text", "value": "Commands for the creation of UML elements", "position": "700.00;4895.00", "size": "129;16", "children": []}, {"name": null, "role": "AXStaticText", "description": null, "role_description": "text", "value": " ", "position": "830.00;4895.00", "size": "49;16", "children": []}]}, {"name": null, "role": "AXRow", "description": null, "role_description": "outline row", "value": null, "position": "200.00;4912.00", "size": "695;17", "children": [{"name": null, "role": "AXStaticText", "description": null, "role_description": "text", "value": "Create a new Interval", "position": "218.00;4912.00", "size": "221;16", "children": []}, {"name": null, "role": "AXStaticText", "description": null, "role_description": "text", "value": "", "position": "440.00;4912.00", "size": "129;16", "children": []}, {"name": null, "role": "AXStaticText", "description": null, "role_description": "text", "value": "", "position": "570.00;4912.00", "size": "129;16", "children": []}, {"name": null, "role": "AXStaticText", "description": null, "role_description": "text", "value": "Commands for the creation of UML elements", "position": "700.00;4912.00", "size": "129;16", "children": []}, {"name": null, "role": "AXStaticText", "description": null, "role_description": "text", "value": " ", "position": "830.00;4912.00", "size": "49;16", "children": []}]}, {"name": null, "role": "AXRow", "description": null, "role_description": "outline row", "value": null, "position": "200.00;4929.00", "size": "695;17", "children": [{"name": null, "role": "AXStaticText", "description": null, "role_description": "text", "value": "Create a new IntervalConstraint", "position": "218.00;4929.00", "size": "221;16", "children": []}, {"name": null, "role": "AXStaticText", "description": null, "role_description": "text", "value": "", "position": "440.00;4929.00", "size": "129;16", "children": []}, {"name": null, "role": "AXStaticText", "description": null, "role_description": "text", "value": "", "position": "570.00;4929.00", "size": "129;16", "children": []}, {"name": null, "role": "AXStaticText", "description": null, "role_description": "text", "value": "Commands for the creation of UML elements", "position": "700.00;4929.00", "size": "129;16", "children": []}, {"name": null, "role": "AXStaticText", "description": null, "role_description": "text", "value": " ", "position": "830.00;4929.00", "size": "49;16", "children": []}]}, {"name": null, "role": "AXRow", "description": null, "role_description": "outline row", "value": null, "position": "200.00;4946.00", "size": "695;17", "children": [{"name": null, "role": "AXStaticText", "description": null, "role_description": "text", "value": "Create a new JoinNode", "position": "218.00;4946.00", "size": "221;16", "children": []}, {"name": null, "role": "AXStaticText", "description": null, "role_description": "text", "value": "", "position": "440.00;4946.00", "size": "129;16", "children": []}, {"name": null, "role": "AXStaticText", "description": null, "role_description": "text", "value": "", "position": "570.00;4946.00", "size": "129;16", "children": []}, {"name": null, "role": "AXStaticText", "description": null, "role_description": "text", "value": "Commands for the creation of UML elements", "position": "700.00;4946.00", "size": "129;16", "children": []}, {"name": null, "role": "AXStaticText", "description": null, "role_description": "text", "value": " ", "position": "830.00;4946.00", "size": "49;16", "children": []}]}, {"name": null, "role": "AXRow", "description": null, "role_description": "outline row", "value": null, "position": "200.00;4963.00", "size": "695;17", "children": [{"name": null, "role": "AXStaticText", "description": null, "role_description": "text", "value": "Create a new Lifeline", "position": "218.00;4963.00", "size": "221;16", "children": []}, {"name": null, "role": "AXStaticText", "description": null, "role_description": "text", "value": "", "position": "440.00;4963.00", "size": "129;16", "children": []}, {"name": null, "role": "AXStaticText", "description": null, "role_description": "text", "value": "", "position": "570.00;4963.00", "size": "129;16", "children": []}, {"name": null, "role": "AXStaticText", "description": null, "role_description": "text", "value": "Commands for the creation of UML elements", "position": "700.00;4963.00", "size": "129;16", "children": []}, {"name": null, "role": "AXStaticText", "description": null, "role_description": "text", "value": " ", "position": "830.00;4963.00", "size": "49;16", "children": []}]}, {"name": null, "role": "AXRow", "description": null, "role_description": "outline row", "value": null, "position": "200.00;4980.00", "size": "695;17", "children": [{"name": null, "role": "AXStaticText", "description": null, "role_description": "text", "value": "Create a new LinkEndCreationData", "position": "218.00;4980.00", "size": "221;16", "children": []}, {"name": null, "role": "AXStaticText", "description": null, "role_description": "text", "value": "", "position": "440.00;4980.00", "size": "129;16", "children": []}, {"name": null, "role": "AXStaticText", "description": null, "role_description": "text", "value": "", "position": "570.00;4980.00", "size": "129;16", "children": []}, {"name": null, "role": "AXStaticText", "description": null, "role_description": "text", "value": "Commands for the creation of UML elements", "position": "700.00;4980.00", "size": "129;16", "children": []}, {"name": null, "role": "AXStaticText", "description": null, "role_description": "text", "value": " ", "position": "830.00;4980.00", "size": "49;16", "children": []}]}, {"name": null, "role": "AXRow", "description": null, "role_description": "outline row", "value": null, "position": "200.00;4997.00", "size": "695;17", "children": [{"name": null, "role": "AXStaticText", "description": null, "role_description": "text", "value": "Create a new LinkEndData", "position": "218.00;4997.00", "size": "221;16", "children": []}, {"name": null, "role": "AXStaticText", "description": null, "role_description": "text", "value": "", "position": "440.00;4997.00", "size": "129;16", "children": []}, {"name": null, "role": "AXStaticText", "description": null, "role_description": "text", "value": "", "position": "570.00;4997.00", "size": "129;16", "children": []}, {"name": null, "role": "AXStaticText", "description": null, "role_description": "text", "value": "Commands for the creation of UML elements", "position": "700.00;4997.00", "size": "129;16", "children": []}, {"name": null, "role": "AXStaticText", "description": null, "role_description": "text", "value": " ", "position": "830.00;4997.00", "size": "49;16", "children": []}]}, {"name": null, "role": "AXRow", "description": null, "role_description": "outline row", "value": null, "position": "200.00;5014.00", "size": "695;17", "children": [{"name": null, "role": "AXStaticText", "description": null, "role_description": "text", "value": "Create a new LinkEndDestructionData", "position": "218.00;5014.00", "size": "221;16", "children": []}, {"name": null, "role": "AXStaticText", "description": null, "role_description": "text", "value": "", "position": "440.00;5014.00", "size": "129;16", "children": []}, {"name": null, "role": "AXStaticText", "description": null, "role_description": "text", "value": "", "position": "570.00;5014.00", "size": "129;16", "children": []}, {"name": null, "role": "AXStaticText", "description": null, "role_description": "text", "value": "Commands for the creation of UML elements", "position": "700.00;5014.00", "size": "129;16", "children": []}, {"name": null, "role": "AXStaticText", "description": null, "role_description": "text", "value": " ", "position": "830.00;5014.00", "size": "49;16", "children": []}]}, {"name": null, "role": "AXRow", "description": null, "role_description": "outline row", "value": null, "position": "200.00;5031.00", "size": "695;17", "children": [{"name": null, "role": "AXStaticText", "description": null, "role_description": "text", "value": "Create a new LiteralBoolean", "position": "218.00;5031.00", "size": "221;16", "children": []}, {"name": null, "role": "AXStaticText", "description": null, "role_description": "text", "value": "", "position": "440.00;5031.00", "size": "129;16", "children": []}, {"name": null, "role": "AXStaticText", "description": null, "role_description": "text", "value": "", "position": "570.00;5031.00", "size": "129;16", "children": []}, {"name": null, "role": "AXStaticText", "description": null, "role_description": "text", "value": "Commands for the creation of UML elements", "position": "700.00;5031.00", "size": "129;16", "children": []}, {"name": null, "role": "AXStaticText", "description": null, "role_description": "text", "value": " ", "position": "830.00;5031.00", "size": "49;16", "children": []}]}, {"name": null, "role": "AXRow", "description": null, "role_description": "outline row", "value": null, "position": "200.00;5048.00", "size": "695;17", "children": [{"name": null, "role": "AXStaticText", "description": null, "role_description": "text", "value": "Create a new LiteralInteger", "position": "218.00;5048.00", "size": "221;16", "children": []}, {"name": null, "role": "AXStaticText", "description": null, "role_description": "text", "value": "", "position": "440.00;5048.00", "size": "129;16", "children": []}, {"name": null, "role": "AXStaticText", "description": null, "role_description": "text", "value": "", "position": "570.00;5048.00", "size": "129;16", "children": []}, {"name": null, "role": "AXStaticText", "description": null, "role_description": "text", "value": "Commands for the creation of UML elements", "position": "700.00;5048.00", "size": "129;16", "children": []}, {"name": null, "role": "AXStaticText", "description": null, "role_description": "text", "value": " ", "position": "830.00;5048.00", "size": "49;16", "children": []}]}, {"name": null, "role": "AXRow", "description": null, "role_description": "outline row", "value": null, "position": "200.00;5065.00", "size": "695;17", "children": [{"name": null, "role": "AXStaticText", "description": null, "role_description": "text", "value": "Create a new LiteralNull", "position": "218.00;5065.00", "size": "221;16", "children": []}, {"name": null, "role": "AXStaticText", "description": null, "role_description": "text", "value": "", "position": "440.00;5065.00", "size": "129;16", "children": []}, {"name": null, "role": "AXStaticText", "description": null, "role_description": "text", "value": "", "position": "570.00;5065.00", "size": "129;16", "children": []}, {"name": null, "role": "AXStaticText", "description": null, "role_description": "text", "value": "Commands for the creation of UML elements", "position": "700.00;5065.00", "size": "129;16", "children": []}, {"name": null, "role": "AXStaticText", "description": null, "role_description": "text", "value": " ", "position": "830.00;5065.00", "size": "49;16", "children": []}]}, {"name": null, "role": "AXRow", "description": null, "role_description": "outline row", "value": null, "position": "200.00;5082.00", "size": "695;17", "children": [{"name": null, "role": "AXStaticText", "description": null, "role_description": "text", "value": "Create a new LiteralReal", "position": "218.00;5082.00", "size": "221;16", "children": []}, {"name": null, "role": "AXStaticText", "description": null, "role_description": "text", "value": "", "position": "440.00;5082.00", "size": "129;16", "children": []}, {"name": null, "role": "AXStaticText", "description": null, "role_description": "text", "value": "", "position": "570.00;5082.00", "size": "129;16", "children": []}, {"name": null, "role": "AXStaticText", "description": null, "role_description": "text", "value": "Commands for the creation of UML elements", "position": "700.00;5082.00", "size": "129;16", "children": []}, {"name": null, "role": "AXStaticText", "description": null, "role_description": "text", "value": " ", "position": "830.00;5082.00", "size": "49;16", "children": []}]}, {"name": null, "role": "AXRow", "description": null, "role_description": "outline row", "value": null, "position": "200.00;5099.00", "size": "695;17", "children": [{"name": null, "role": "AXStaticText", "description": null, "role_description": "text", "value": "Create a new LiteralString", "position": "218.00;5099.00", "size": "221;16", "children": []}, {"name": null, "role": "AXStaticText", "description": null, "role_description": "text", "value": "", "position": "440.00;5099.00", "size": "129;16", "children": []}, {"name": null, "role": "AXStaticText", "description": null, "role_description": "text", "value": "", "position": "570.00;5099.00", "size": "129;16", "children": []}, {"name": null, "role": "AXStaticText", "description": null, "role_description": "text", "value": "Commands for the creation of UML elements", "position": "700.00;5099.00", "size": "129;16", "children": []}, {"name": null, "role": "AXStaticText", "description": null, "role_description": "text", "value": " ", "position": "830.00;5099.00", "size": "49;16", "children": []}]}, {"name": null, "role": "AXRow", "description": null, "role_description": "outline row", "value": null, "position": "200.00;5116.00", "size": "695;17", "children": [{"name": null, "role": "AXStaticText", "description": null, "role_description": "text", "value": "Create a new LiteralUnlimitedNatural", "position": "218.00;5116.00", "size": "221;16", "children": []}, {"name": null, "role": "AXStaticText", "description": null, "role_description": "text", "value": "", "position": "440.00;5116.00", "size": "129;16", "children": []}, {"name": null, "role": "AXStaticText", "description": null, "role_description": "text", "value": "", "position": "570.00;5116.00", "size": "129;16", "children": []}, {"name": null, "role": "AXStaticText", "description": null, "role_description": "text", "value": "Commands for the creation of UML elements", "position": "700.00;5116.00", "size": "129;16", "children": []}, {"name": null, "role": "AXStaticText", "description": null, "role_description": "text", "value": " ", "position": "830.00;5116.00", "size": "49;16", "children": []}]}, {"name": null, "role": "AXRow", "description": null, "role_description": "outline row", "value": null, "position": "200.00;5133.00", "size": "695;17", "children": [{"name": null, "role": "AXStaticText", "description": null, "role_description": "text", "value": "Create a new LoopNode", "position": "218.00;5133.00", "size": "221;16", "children": []}, {"name": null, "role": "AXStaticText", "description": null, "role_description": "text", "value": "", "position": "440.00;5133.00", "size": "129;16", "children": []}, {"name": null, "role": "AXStaticText", "description": null, "role_description": "text", "value": "", "position": "570.00;5133.00", "size": "129;16", "children": []}, {"name": null, "role": "AXStaticText", "description": null, "role_description": "text", "value": "Commands for the creation of UML elements", "position": "700.00;5133.00", "size": "129;16", "children": []}, {"name": null, "role": "AXStaticText", "description": null, "role_description": "text", "value": " ", "position": "830.00;5133.00", "size": "49;16", "children": []}]}, {"name": null, "role": "AXRow", "description": null, "role_description": "outline row", "value": null, "position": "200.00;5150.00", "size": "695;17", "children": [{"name": null, "role": "AXStaticText", "description": null, "role_description": "text", "value": "Create a new Manifestation", "position": "218.00;5150.00", "size": "221;16", "children": []}, {"name": null, "role": "AXStaticText", "description": null, "role_description": "text", "value": "", "position": "440.00;5150.00", "size": "129;16", "children": []}, {"name": null, "role": "AXStaticText", "description": null, "role_description": "text", "value": "", "position": "570.00;5150.00", "size": "129;16", "children": []}, {"name": null, "role": "AXStaticText", "description": null, "role_description": "text", "value": "Commands for the creation of UML elements", "position": "700.00;5150.00", "size": "129;16", "children": []}, {"name": null, "role": "AXStaticText", "description": null, "role_description": "text", "value": " ", "position": "830.00;5150.00", "size": "49;16", "children": []}]}, {"name": null, "role": "AXRow", "description": null, "role_description": "outline row", "value": null, "position": "200.00;5167.00", "size": "695;17", "children": [{"name": null, "role": "AXStaticText", "description": null, "role_description": "text", "value": "Create a new MergeNode", "position": "218.00;5167.00", "size": "221;16", "children": []}, {"name": null, "role": "AXStaticText", "description": null, "role_description": "text", "value": "", "position": "440.00;5167.00", "size": "129;16", "children": []}, {"name": null, "role": "AXStaticText", "description": null, "role_description": "text", "value": "", "position": "570.00;5167.00", "size": "129;16", "children": []}, {"name": null, "role": "AXStaticText", "description": null, "role_description": "text", "value": "Commands for the creation of UML elements", "position": "700.00;5167.00", "size": "129;16", "children": []}, {"name": null, "role": "AXStaticText", "description": null, "role_description": "text", "value": " ", "position": "830.00;5167.00", "size": "49;16", "children": []}]}, {"name": null, "role": "AXRow", "description": null, "role_description": "outline row", "value": null, "position": "200.00;5184.00", "size": "695;17", "children": [{"name": null, "role": "AXStaticText", "description": null, "role_description": "text", "value": "Create a new Message", "position": "218.00;5184.00", "size": "221;16", "children": []}, {"name": null, "role": "AXStaticText", "description": null, "role_description": "text", "value": "", "position": "440.00;5184.00", "size": "129;16", "children": []}, {"name": null, "role": "AXStaticText", "description": null, "role_description": "text", "value": "", "position": "570.00;5184.00", "size": "129;16", "children": []}, {"name": null, "role": "AXStaticText", "description": null, "role_description": "text", "value": "Commands for the creation of UML elements", "position": "700.00;5184.00", "size": "129;16", "children": []}, {"name": null, "role": "AXStaticText", "description": null, "role_description": "text", "value": " ", "position": "830.00;5184.00", "size": "49;16", "children": []}]}, {"name": null, "role": "AXRow", "description": null, "role_description": "outline row", "value": null, "position": "200.00;5201.00", "size": "695;17", "children": [{"name": null, "role": "AXStaticText", "description": null, "role_description": "text", "value": "Create a new MessageOccurrenceSpecification", "position": "218.00;5201.00", "size": "221;16", "children": []}, {"name": null, "role": "AXStaticText", "description": null, "role_description": "text", "value": "", "position": "440.00;5201.00", "size": "129;16", "children": []}, {"name": null, "role": "AXStaticText", "description": null, "role_description": "text", "value": "", "position": "570.00;5201.00", "size": "129;16", "children": []}, {"name": null, "role": "AXStaticText", "description": null, "role_description": "text", "value": "Commands for the creation of UML elements", "position": "700.00;5201.00", "size": "129;16", "children": []}, {"name": null, "role": "AXStaticText", "description": null, "role_description": "text", "value": " ", "position": "830.00;5201.00", "size": "49;16", "children": []}]}, {"name": null, "role": "AXRow", "description": null, "role_description": "outline row", "value": null, "position": "200.00;5218.00", "size": "695;17", "children": [{"name": null, "role": "AXStaticText", "description": null, "role_description": "text", "value": "Create a new Model", "position": "218.00;5218.00", "size": "221;16", "children": []}, {"name": null, "role": "AXStaticText", "description": null, "role_description": "text", "value": "", "position": "440.00;5218.00", "size": "129;16", "children": []}, {"name": null, "role": "AXStaticText", "description": null, "role_description": "text", "value": "", "position": "570.00;5218.00", "size": "129;16", "children": []}, {"name": null, "role": "AXStaticText", "description": null, "role_description": "text", "value": "Commands for the creation of UML elements", "position": "700.00;5218.00", "size": "129;16", "children": []}, {"name": null, "role": "AXStaticText", "description": null, "role_description": "text", "value": " ", "position": "830.00;5218.00", "size": "49;16", "children": []}]}, {"name": null, "role": "AXRow", "description": null, "role_description": "outline row", "value": null, "position": "200.00;5235.00", "size": "695;17", "children": [{"name": null, "role": "AXStaticText", "description": null, "role_description": "text", "value": "Create a new Node", "position": "218.00;5235.00", "size": "221;16", "children": []}, {"name": null, "role": "AXStaticText", "description": null, "role_description": "text", "value": "", "position": "440.00;5235.00", "size": "129;16", "children": []}, {"name": null, "role": "AXStaticText", "description": null, "role_description": "text", "value": "", "position": "570.00;5235.00", "size": "129;16", "children": []}, {"name": null, "role": "AXStaticText", "description": null, "role_description": "text", "value": "Commands for the creation of UML elements", "position": "700.00;5235.00", "size": "129;16", "children": []}, {"name": null, "role": "AXStaticText", "description": null, "role_description": "text", "value": " ", "position": "830.00;5235.00", "size": "49;16", "children": []}]}, {"name": null, "role": "AXRow", "description": null, "role_description": "outline row", "value": null, "position": "200.00;5252.00", "size": "695;17", "children": [{"name": null, "role": "AXStaticText", "description": null, "role_description": "text", "value": "Create a new ObjectFlow", "position": "218.00;5252.00", "size": "221;16", "children": []}, {"name": null, "role": "AXStaticText", "description": null, "role_description": "text", "value": "", "position": "440.00;5252.00", "size": "129;16", "children": []}, {"name": null, "role": "AXStaticText", "description": null, "role_description": "text", "value": "", "position": "570.00;5252.00", "size": "129;16", "children": []}, {"name": null, "role": "AXStaticText", "description": null, "role_description": "text", "value": "Commands for the creation of UML elements", "position": "700.00;5252.00", "size": "129;16", "children": []}, {"name": null, "role": "AXStaticText", "description": null, "role_description": "text", "value": " ", "position": "830.00;5252.00", "size": "49;16", "children": []}]}, {"name": null, "role": "AXRow", "description": null, "role_description": "outline row", "value": null, "position": "200.00;5269.00", "size": "695;17", "children": [{"name": null, "role": "AXStaticText", "description": null, "role_description": "text", "value": "Create a new OccurrenceSpecification", "position": "218.00;5269.00", "size": "221;16", "children": []}, {"name": null, "role": "AXStaticText", "description": null, "role_description": "text", "value": "", "position": "440.00;5269.00", "size": "129;16", "children": []}, {"name": null, "role": "AXStaticText", "description": null, "role_description": "text", "value": "", "position": "570.00;5269.00", "size": "129;16", "children": []}, {"name": null, "role": "AXStaticText", "description": null, "role_description": "text", "value": "Commands for the creation of UML elements", "position": "700.00;5269.00", "size": "129;16", "children": []}, {"name": null, "role": "AXStaticText", "description": null, "role_description": "text", "value": " ", "position": "830.00;5269.00", "size": "49;16", "children": []}]}, {"name": null, "role": "AXRow", "description": null, "role_description": "outline row", "value": null, "position": "200.00;5286.00", "size": "695;17", "children": [{"name": null, "role": "AXStaticText", "description": null, "role_description": "text", "value": "Create a new OpaqueAction", "position": "218.00;5286.00", "size": "221;16", "children": []}, {"name": null, "role": "AXStaticText", "description": null, "role_description": "text", "value": "", "position": "440.00;5286.00", "size": "129;16", "children": []}, {"name": null, "role": "AXStaticText", "description": null, "role_description": "text", "value": "", "position": "570.00;5286.00", "size": "129;16", "children": []}, {"name": null, "role": "AXStaticText", "description": null, "role_description": "text", "value": "Commands for the creation of UML elements", "position": "700.00;5286.00", "size": "129;16", "children": []}, {"name": null, "role": "AXStaticText", "description": null, "role_description": "text", "value": " ", "position": "830.00;5286.00", "size": "49;16", "children": []}]}, {"name": null, "role": "AXRow", "description": null, "role_description": "outline row", "value": null, "position": "200.00;5303.00", "size": "695;17", "children": [{"name": null, "role": "AXStaticText", "description": null, "role_description": "text", "value": "Create a new OpaqueBehavior", "position": "218.00;5303.00", "size": "221;16", "children": []}, {"name": null, "role": "AXStaticText", "description": null, "role_description": "text", "value": "", "position": "440.00;5303.00", "size": "129;16", "children": []}, {"name": null, "role": "AXStaticText", "description": null, "role_description": "text", "value": "", "position": "570.00;5303.00", "size": "129;16", "children": []}, {"name": null, "role": "AXStaticText", "description": null, "role_description": "text", "value": "Commands for the creation of UML elements", "position": "700.00;5303.00", "size": "129;16", "children": []}, {"name": null, "role": "AXStaticText", "description": null, "role_description": "text", "value": " ", "position": "830.00;5303.00", "size": "49;16", "children": []}]}, {"name": null, "role": "AXRow", "description": null, "role_description": "outline row", "value": null, "position": "200.00;5320.00", "size": "695;17", "children": [{"name": null, "role": "AXStaticText", "description": null, "role_description": "text", "value": "Create a new OpaqueExpression", "position": "218.00;5320.00", "size": "221;16", "children": []}, {"name": null, "role": "AXStaticText", "description": null, "role_description": "text", "value": "", "position": "440.00;5320.00", "size": "129;16", "children": []}, {"name": null, "role": "AXStaticText", "description": null, "role_description": "text", "value": "", "position": "570.00;5320.00", "size": "129;16", "children": []}, {"name": null, "role": "AXStaticText", "description": null, "role_description": "text", "value": "Commands for the creation of UML elements", "position": "700.00;5320.00", "size": "129;16", "children": []}, {"name": null, "role": "AXStaticText", "description": null, "role_description": "text", "value": " ", "position": "830.00;5320.00", "size": "49;16", "children": []}]}, {"name": null, "role": "AXRow", "description": null, "role_description": "outline row", "value": null, "position": "200.00;5337.00", "size": "695;17", "children": [{"name": null, "role": "AXStaticText", "description": null, "role_description": "text", "value": "Create a new Operation", "position": "218.00;5337.00", "size": "221;16", "children": []}, {"name": null, "role": "AXStaticText", "description": null, "role_description": "text", "value": "", "position": "440.00;5337.00", "size": "129;16", "children": []}, {"name": null, "role": "AXStaticText", "description": null, "role_description": "text", "value": "", "position": "570.00;5337.00", "size": "129;16", "children": []}, {"name": null, "role": "AXStaticText", "description": null, "role_description": "text", "value": "Commands for the creation of UML elements", "position": "700.00;5337.00", "size": "129;16", "children": []}, {"name": null, "role": "AXStaticText", "description": null, "role_description": "text", "value": " ", "position": "830.00;5337.00", "size": "49;16", "children": []}]}, {"name": null, "role": "AXRow", "description": null, "role_description": "outline row", "value": null, "position": "200.00;5354.00", "size": "695;17", "children": [{"name": null, "role": "AXStaticText", "description": null, "role_description": "text", "value": "Create a new OperationTemplateParameter", "position": "218.00;5354.00", "size": "221;16", "children": []}, {"name": null, "role": "AXStaticText", "description": null, "role_description": "text", "value": "", "position": "440.00;5354.00", "size": "129;16", "children": []}, {"name": null, "role": "AXStaticText", "description": null, "role_description": "text", "value": "", "position": "570.00;5354.00", "size": "129;16", "children": []}, {"name": null, "role": "AXStaticText", "description": null, "role_description": "text", "value": "Commands for the creation of UML elements", "position": "700.00;5354.00", "size": "129;16", "children": []}, {"name": null, "role": "AXStaticText", "description": null, "role_description": "text", "value": " ", "position": "830.00;5354.00", "size": "49;16", "children": []}]}, {"name": null, "role": "AXRow", "description": null, "role_description": "outline row", "value": null, "position": "200.00;5371.00", "size": "695;17", "children": [{"name": null, "role": "AXStaticText", "description": null, "role_description": "text", "value": "Create a new OutputPin", "position": "218.00;5371.00", "size": "221;16", "children": []}, {"name": null, "role": "AXStaticText", "description": null, "role_description": "text", "value": "", "position": "440.00;5371.00", "size": "129;16", "children": []}, {"name": null, "role": "AXStaticText", "description": null, "role_description": "text", "value": "", "position": "570.00;5371.00", "size": "129;16", "children": []}, {"name": null, "role": "AXStaticText", "description": null, "role_description": "text", "value": "Commands for the creation of UML elements", "position": "700.00;5371.00", "size": "129;16", "children": []}, {"name": null, "role": "AXStaticText", "description": null, "role_description": "text", "value": " ", "position": "830.00;5371.00", "size": "49;16", "children": []}]}, {"name": null, "role": "AXRow", "description": null, "role_description": "outline row", "value": null, "position": "200.00;5388.00", "size": "695;17", "children": [{"name": null, "role": "AXStaticText", "description": null, "role_description": "text", "value": "Create a new Package", "position": "218.00;5388.00", "size": "221;16", "children": []}, {"name": null, "role": "AXStaticText", "description": null, "role_description": "text", "value": "", "position": "440.00;5388.00", "size": "129;16", "children": []}, {"name": null, "role": "AXStaticText", "description": null, "role_description": "text", "value": "", "position": "570.00;5388.00", "size": "129;16", "children": []}, {"name": null, "role": "AXStaticText", "description": null, "role_description": "text", "value": "Commands for the creation of UML elements", "position": "700.00;5388.00", "size": "129;16", "children": []}, {"name": null, "role": "AXStaticText", "description": null, "role_description": "text", "value": " ", "position": "830.00;5388.00", "size": "49;16", "children": []}]}, {"name": null, "role": "AXRow", "description": null, "role_description": "outline row", "value": null, "position": "200.00;5405.00", "size": "695;17", "children": [{"name": null, "role": "AXStaticText", "description": null, "role_description": "text", "value": "Create a new PackageImport", "position": "218.00;5405.00", "size": "221;16", "children": []}, {"name": null, "role": "AXStaticText", "description": null, "role_description": "text", "value": "", "position": "440.00;5405.00", "size": "129;16", "children": []}, {"name": null, "role": "AXStaticText", "description": null, "role_description": "text", "value": "", "position": "570.00;5405.00", "size": "129;16", "children": []}, {"name": null, "role": "AXStaticText", "description": null, "role_description": "text", "value": "Commands for the creation of UML elements", "position": "700.00;5405.00", "size": "129;16", "children": []}, {"name": null, "role": "AXStaticText", "description": null, "role_description": "text", "value": " ", "position": "830.00;5405.00", "size": "49;16", "children": []}]}, {"name": null, "role": "AXRow", "description": null, "role_description": "outline row", "value": null, "position": "200.00;5422.00", "size": "695;17", "children": [{"name": null, "role": "AXStaticText", "description": null, "role_description": "text", "value": "Create a new PackageMerge", "position": "218.00;5422.00", "size": "221;16", "children": []}, {"name": null, "role": "AXStaticText", "description": null, "role_description": "text", "value": "", "position": "440.00;5422.00", "size": "129;16", "children": []}, {"name": null, "role": "AXStaticText", "description": null, "role_description": "text", "value": "", "position": "570.00;5422.00", "size": "129;16", "children": []}, {"name": null, "role": "AXStaticText", "description": null, "role_description": "text", "value": "Commands for the creation of UML elements", "position": "700.00;5422.00", "size": "129;16", "children": []}, {"name": null, "role": "AXStaticText", "description": null, "role_description": "text", "value": " ", "position": "830.00;5422.00", "size": "49;16", "children": []}]}, {"name": null, "role": "AXRow", "description": null, "role_description": "outline row", "value": null, "position": "200.00;5439.00", "size": "695;17", "children": [{"name": null, "role": "AXStaticText", "description": null, "role_description": "text", "value": "Create a new Parameter", "position": "218.00;5439.00", "size": "221;16", "children": []}, {"name": null, "role": "AXStaticText", "description": null, "role_description": "text", "value": "", "position": "440.00;5439.00", "size": "129;16", "children": []}, {"name": null, "role": "AXStaticText", "description": null, "role_description": "text", "value": "", "position": "570.00;5439.00", "size": "129;16", "children": []}, {"name": null, "role": "AXStaticText", "description": null, "role_description": "text", "value": "Commands for the creation of UML elements", "position": "700.00;5439.00", "size": "129;16", "children": []}, {"name": null, "role": "AXStaticText", "description": null, "role_description": "text", "value": " ", "position": "830.00;5439.00", "size": "49;16", "children": []}]}, {"name": null, "role": "AXRow", "description": null, "role_description": "outline row", "value": null, "position": "200.00;5456.00", "size": "695;17", "children": [{"name": null, "role": "AXStaticText", "description": null, "role_description": "text", "value": "Create a new ParameterSet", "position": "218.00;5456.00", "size": "221;16", "children": []}, {"name": null, "role": "AXStaticText", "description": null, "role_description": "text", "value": "", "position": "440.00;5456.00", "size": "129;16", "children": []}, {"name": null, "role": "AXStaticText", "description": null, "role_description": "text", "value": "", "position": "570.00;5456.00", "size": "129;16", "children": []}, {"name": null, "role": "AXStaticText", "description": null, "role_description": "text", "value": "Commands for the creation of UML elements", "position": "700.00;5456.00", "size": "129;16", "children": []}, {"name": null, "role": "AXStaticText", "description": null, "role_description": "text", "value": " ", "position": "830.00;5456.00", "size": "49;16", "children": []}]}, {"name": null, "role": "AXRow", "description": null, "role_description": "outline row", "value": null, "position": "200.00;5473.00", "size": "695;17", "children": [{"name": null, "role": "AXStaticText", "description": null, "role_description": "text", "value": "Create a new PartDecomposition", "position": "218.00;5473.00", "size": "221;16", "children": []}, {"name": null, "role": "AXStaticText", "description": null, "role_description": "text", "value": "", "position": "440.00;5473.00", "size": "129;16", "children": []}, {"name": null, "role": "AXStaticText", "description": null, "role_description": "text", "value": "", "position": "570.00;5473.00", "size": "129;16", "children": []}, {"name": null, "role": "AXStaticText", "description": null, "role_description": "text", "value": "Commands for the creation of UML elements", "position": "700.00;5473.00", "size": "129;16", "children": []}, {"name": null, "role": "AXStaticText", "description": null, "role_description": "text", "value": " ", "position": "830.00;5473.00", "size": "49;16", "children": []}]}, {"name": null, "role": "AXRow", "description": null, "role_description": "outline row", "value": null, "position": "200.00;5490.00", "size": "695;17", "children": [{"name": null, "role": "AXStaticText", "description": null, "role_description": "text", "value": "Create a new Pin", "position": "218.00;5490.00", "size": "221;16", "children": []}, {"name": null, "role": "AXStaticText", "description": null, "role_description": "text", "value": "", "position": "440.00;5490.00", "size": "129;16", "children": []}, {"name": null, "role": "AXStaticText", "description": null, "role_description": "text", "value": "", "position": "570.00;5490.00", "size": "129;16", "children": []}, {"name": null, "role": "AXStaticText", "description": null, "role_description": "text", "value": "Commands for the creation of UML elements", "position": "700.00;5490.00", "size": "129;16", "children": []}, {"name": null, "role": "AXStaticText", "description": null, "role_description": "text", "value": " ", "position": "830.00;5490.00", "size": "49;16", "children": []}]}, {"name": null, "role": "AXRow", "description": null, "role_description": "outline row", "value": null, "position": "200.00;5507.00", "size": "695;17", "children": [{"name": null, "role": "AXStaticText", "description": null, "role_description": "text", "value": "Create a new Port", "position": "218.00;5507.00", "size": "221;16", "children": []}, {"name": null, "role": "AXStaticText", "description": null, "role_description": "text", "value": "", "position": "440.00;5507.00", "size": "129;16", "children": []}, {"name": null, "role": "AXStaticText", "description": null, "role_description": "text", "value": "", "position": "570.00;5507.00", "size": "129;16", "children": []}, {"name": null, "role": "AXStaticText", "description": null, "role_description": "text", "value": "Commands for the creation of UML elements", "position": "700.00;5507.00", "size": "129;16", "children": []}, {"name": null, "role": "AXStaticText", "description": null, "role_description": "text", "value": " ", "position": "830.00;5507.00", "size": "49;16", "children": []}]}, {"name": null, "role": "AXRow", "description": null, "role_description": "outline row", "value": null, "position": "200.00;5524.00", "size": "695;17", "children": [{"name": null, "role": "AXStaticText", "description": null, "role_description": "text", "value": "Create a new PrimitiveType", "position": "218.00;5524.00", "size": "221;16", "children": []}, {"name": null, "role": "AXStaticText", "description": null, "role_description": "text", "value": "", "position": "440.00;5524.00", "size": "129;16", "children": []}, {"name": null, "role": "AXStaticText", "description": null, "role_description": "text", "value": "", "position": "570.00;5524.00", "size": "129;16", "children": []}, {"name": null, "role": "AXStaticText", "description": null, "role_description": "text", "value": "Commands for the creation of UML elements", "position": "700.00;5524.00", "size": "129;16", "children": []}, {"name": null, "role": "AXStaticText", "description": null, "role_description": "text", "value": " ", "position": "830.00;5524.00", "size": "49;16", "children": []}]}, {"name": null, "role": "AXRow", "description": null, "role_description": "outline row", "value": null, "position": "200.00;5541.00", "size": "695;17", "children": [{"name": null, "role": "AXStaticText", "description": null, "role_description": "text", "value": "Create a new Profile", "position": "218.00;5541.00", "size": "221;16", "children": []}, {"name": null, "role": "AXStaticText", "description": null, "role_description": "text", "value": "", "position": "440.00;5541.00", "size": "129;16", "children": []}, {"name": null, "role": "AXStaticText", "description": null, "role_description": "text", "value": "", "position": "570.00;5541.00", "size": "129;16", "children": []}, {"name": null, "role": "AXStaticText", "description": null, "role_description": "text", "value": "Commands for the creation of UML elements", "position": "700.00;5541.00", "size": "129;16", "children": []}, {"name": null, "role": "AXStaticText", "description": null, "role_description": "text", "value": " ", "position": "830.00;5541.00", "size": "49;16", "children": []}]}, {"name": null, "role": "AXRow", "description": null, "role_description": "outline row", "value": null, "position": "200.00;5558.00", "size": "695;17", "children": [{"name": null, "role": "AXStaticText", "description": null, "role_description": "text", "value": "Create a new ProfileApplication", "position": "218.00;5558.00", "size": "221;16", "children": []}, {"name": null, "role": "AXStaticText", "description": null, "role_description": "text", "value": "", "position": "440.00;5558.00", "size": "129;16", "children": []}, {"name": null, "role": "AXStaticText", "description": null, "role_description": "text", "value": "", "position": "570.00;5558.00", "size": "129;16", "children": []}, {"name": null, "role": "AXStaticText", "description": null, "role_description": "text", "value": "Commands for the creation of UML elements", "position": "700.00;5558.00", "size": "129;16", "children": []}, {"name": null, "role": "AXStaticText", "description": null, "role_description": "text", "value": " ", "position": "830.00;5558.00", "size": "49;16", "children": []}]}, {"name": null, "role": "AXRow", "description": null, "role_description": "outline row", "value": null, "position": "200.00;5575.00", "size": "695;17", "children": [{"name": null, "role": "AXStaticText", "description": null, "role_description": "text", "value": "Create a new Property", "position": "218.00;5575.00", "size": "221;16", "children": []}, {"name": null, "role": "AXStaticText", "description": null, "role_description": "text", "value": "", "position": "440.00;5575.00", "size": "129;16", "children": []}, {"name": null, "role": "AXStaticText", "description": null, "role_description": "text", "value": "", "position": "570.00;5575.00", "size": "129;16", "children": []}, {"name": null, "role": "AXStaticText", "description": null, "role_description": "text", "value": "Commands for the creation of UML elements", "position": "700.00;5575.00", "size": "129;16", "children": []}, {"name": null, "role": "AXStaticText", "description": null, "role_description": "text", "value": " ", "position": "830.00;5575.00", "size": "49;16", "children": []}]}, {"name": null, "role": "AXRow", "description": null, "role_description": "outline row", "value": null, "position": "200.00;5592.00", "size": "695;17", "children": [{"name": null, "role": "AXStaticText", "description": null, "role_description": "text", "value": "Create a new ProtocolConformance", "position": "218.00;5592.00", "size": "221;16", "children": []}, {"name": null, "role": "AXStaticText", "description": null, "role_description": "text", "value": "", "position": "440.00;5592.00", "size": "129;16", "children": []}, {"name": null, "role": "AXStaticText", "description": null, "role_description": "text", "value": "", "position": "570.00;5592.00", "size": "129;16", "children": []}, {"name": null, "role": "AXStaticText", "description": null, "role_description": "text", "value": "Commands for the creation of UML elements", "position": "700.00;5592.00", "size": "129;16", "children": []}, {"name": null, "role": "AXStaticText", "description": null, "role_description": "text", "value": " ", "position": "830.00;5592.00", "size": "49;16", "children": []}]}, {"name": null, "role": "AXRow", "description": null, "role_description": "outline row", "value": null, "position": "200.00;5609.00", "size": "695;17", "children": [{"name": null, "role": "AXStaticText", "description": null, "role_description": "text", "value": "Create a new ProtocolStateMachine", "position": "218.00;5609.00", "size": "221;16", "children": []}, {"name": null, "role": "AXStaticText", "description": null, "role_description": "text", "value": "", "position": "440.00;5609.00", "size": "129;16", "children": []}, {"name": null, "role": "AXStaticText", "description": null, "role_description": "text", "value": "", "position": "570.00;5609.00", "size": "129;16", "children": []}, {"name": null, "role": "AXStaticText", "description": null, "role_description": "text", "value": "Commands for the creation of UML elements", "position": "700.00;5609.00", "size": "129;16", "children": []}, {"name": null, "role": "AXStaticText", "description": null, "role_description": "text", "value": " ", "position": "830.00;5609.00", "size": "49;16", "children": []}]}, {"name": null, "role": "AXRow", "description": null, "role_description": "outline row", "value": null, "position": "200.00;5626.00", "size": "695;17", "children": [{"name": null, "role": "AXStaticText", "description": null, "role_description": "text", "value": "Create a new ProtocolTransition", "position": "218.00;5626.00", "size": "221;16", "children": []}, {"name": null, "role": "AXStaticText", "description": null, "role_description": "text", "value": "", "position": "440.00;5626.00", "size": "129;16", "children": []}, {"name": null, "role": "AXStaticText", "description": null, "role_description": "text", "value": "", "position": "570.00;5626.00", "size": "129;16", "children": []}, {"name": null, "role": "AXStaticText", "description": null, "role_description": "text", "value": "Commands for the creation of UML elements", "position": "700.00;5626.00", "size": "129;16", "children": []}, {"name": null, "role": "AXStaticText", "description": null, "role_description": "text", "value": " ", "position": "830.00;5626.00", "size": "49;16", "children": []}]}, {"name": null, "role": "AXRow", "description": null, "role_description": "outline row", "value": null, "position": "200.00;5643.00", "size": "695;17", "children": [{"name": null, "role": "AXStaticText", "description": null, "role_description": "text", "value": "Create a new Pseudostate", "position": "218.00;5643.00", "size": "221;16", "children": []}, {"name": null, "role": "AXStaticText", "description": null, "role_description": "text", "value": "", "position": "440.00;5643.00", "size": "129;16", "children": []}, {"name": null, "role": "AXStaticText", "description": null, "role_description": "text", "value": "", "position": "570.00;5643.00", "size": "129;16", "children": []}, {"name": null, "role": "AXStaticText", "description": null, "role_description": "text", "value": "Commands for the creation of UML elements", "position": "700.00;5643.00", "size": "129;16", "children": []}, {"name": null, "role": "AXStaticText", "description": null, "role_description": "text", "value": " ", "position": "830.00;5643.00", "size": "49;16", "children": []}]}, {"name": null, "role": "AXRow", "description": null, "role_description": "outline row", "value": null, "position": "200.00;5660.00", "size": "695;17", "children": [{"name": null, "role": "AXStaticText", "description": null, "role_description": "text", "value": "Create a new QualifierValue", "position": "218.00;5660.00", "size": "221;16", "children": []}, {"name": null, "role": "AXStaticText", "description": null, "role_description": "text", "value": "", "position": "440.00;5660.00", "size": "129;16", "children": []}, {"name": null, "role": "AXStaticText", "description": null, "role_description": "text", "value": "", "position": "570.00;5660.00", "size": "129;16", "children": []}, {"name": null, "role": "AXStaticText", "description": null, "role_description": "text", "value": "Commands for the creation of UML elements", "position": "700.00;5660.00", "size": "129;16", "children": []}, {"name": null, "role": "AXStaticText", "description": null, "role_description": "text", "value": " ", "position": "830.00;5660.00", "size": "49;16", "children": []}]}, {"name": null, "role": "AXRow", "description": null, "role_description": "outline row", "value": null, "position": "200.00;5677.00", "size": "695;17", "children": [{"name": null, "role": "AXStaticText", "description": null, "role_description": "text", "value": "Create a new RaiseExceptionAction", "position": "218.00;5677.00", "size": "221;16", "children": []}, {"name": null, "role": "AXStaticText", "description": null, "role_description": "text", "value": "", "position": "440.00;5677.00", "size": "129;16", "children": []}, {"name": null, "role": "AXStaticText", "description": null, "role_description": "text", "value": "", "position": "570.00;5677.00", "size": "129;16", "children": []}, {"name": null, "role": "AXStaticText", "description": null, "role_description": "text", "value": "Commands for the creation of UML elements", "position": "700.00;5677.00", "size": "129;16", "children": []}, {"name": null, "role": "AXStaticText", "description": null, "role_description": "text", "value": " ", "position": "830.00;5677.00", "size": "49;16", "children": []}]}, {"name": null, "role": "AXRow", "description": null, "role_description": "outline row", "value": null, "position": "200.00;5694.00", "size": "695;17", "children": [{"name": null, "role": "AXStaticText", "description": null, "role_description": "text", "value": "Create a new ReadExtentAction", "position": "218.00;5694.00", "size": "221;16", "children": []}, {"name": null, "role": "AXStaticText", "description": null, "role_description": "text", "value": "", "position": "440.00;5694.00", "size": "129;16", "children": []}, {"name": null, "role": "AXStaticText", "description": null, "role_description": "text", "value": "", "position": "570.00;5694.00", "size": "129;16", "children": []}, {"name": null, "role": "AXStaticText", "description": null, "role_description": "text", "value": "Commands for the creation of UML elements", "position": "700.00;5694.00", "size": "129;16", "children": []}, {"name": null, "role": "AXStaticText", "description": null, "role_description": "text", "value": " ", "position": "830.00;5694.00", "size": "49;16", "children": []}]}, {"name": null, "role": "AXRow", "description": null, "role_description": "outline row", "value": null, "position": "200.00;5711.00", "size": "695;17", "children": [{"name": null, "role": "AXStaticText", "description": null, "role_description": "text", "value": "Create a new ReadIsClassifiedObjectAction", "position": "218.00;5711.00", "size": "221;16", "children": []}, {"name": null, "role": "AXStaticText", "description": null, "role_description": "text", "value": "", "position": "440.00;5711.00", "size": "129;16", "children": []}, {"name": null, "role": "AXStaticText", "description": null, "role_description": "text", "value": "", "position": "570.00;5711.00", "size": "129;16", "children": []}, {"name": null, "role": "AXStaticText", "description": null, "role_description": "text", "value": "Commands for the creation of UML elements", "position": "700.00;5711.00", "size": "129;16", "children": []}, {"name": null, "role": "AXStaticText", "description": null, "role_description": "text", "value": " ", "position": "830.00;5711.00", "size": "49;16", "children": []}]}, {"name": null, "role": "AXRow", "description": null, "role_description": "outline row", "value": null, "position": "200.00;5728.00", "size": "695;17", "children": [{"name": null, "role": "AXStaticText", "description": null, "role_description": "text", "value": "Create a new ReadLinkAction", "position": "218.00;5728.00", "size": "221;16", "children": []}, {"name": null, "role": "AXStaticText", "description": null, "role_description": "text", "value": "", "position": "440.00;5728.00", "size": "129;16", "children": []}, {"name": null, "role": "AXStaticText", "description": null, "role_description": "text", "value": "", "position": "570.00;5728.00", "size": "129;16", "children": []}, {"name": null, "role": "AXStaticText", "description": null, "role_description": "text", "value": "Commands for the creation of UML elements", "position": "700.00;5728.00", "size": "129;16", "children": []}, {"name": null, "role": "AXStaticText", "description": null, "role_description": "text", "value": " ", "position": "830.00;5728.00", "size": "49;16", "children": []}]}, {"name": null, "role": "AXRow", "description": null, "role_description": "outline row", "value": null, "position": "200.00;5745.00", "size": "695;17", "children": [{"name": null, "role": "AXStaticText", "description": null, "role_description": "text", "value": "Create a new ReadLinkObjectEndAction", "position": "218.00;5745.00", "size": "221;16", "children": []}, {"name": null, "role": "AXStaticText", "description": null, "role_description": "text", "value": "", "position": "440.00;5745.00", "size": "129;16", "children": []}, {"name": null, "role": "AXStaticText", "description": null, "role_description": "text", "value": "", "position": "570.00;5745.00", "size": "129;16", "children": []}, {"name": null, "role": "AXStaticText", "description": null, "role_description": "text", "value": "Commands for the creation of UML elements", "position": "700.00;5745.00", "size": "129;16", "children": []}, {"name": null, "role": "AXStaticText", "description": null, "role_description": "text", "value": " ", "position": "830.00;5745.00", "size": "49;16", "children": []}]}, {"name": null, "role": "AXRow", "description": null, "role_description": "outline row", "value": null, "position": "200.00;5762.00", "size": "695;17", "children": [{"name": null, "role": "AXStaticText", "description": null, "role_description": "text", "value": "Create a new ReadLinkObjectEndQualifierAction", "position": "218.00;5762.00", "size": "221;16", "children": []}, {"name": null, "role": "AXStaticText", "description": null, "role_description": "text", "value": "", "position": "440.00;5762.00", "size": "129;16", "children": []}, {"name": null, "role": "AXStaticText", "description": null, "role_description": "text", "value": "", "position": "570.00;5762.00", "size": "129;16", "children": []}, {"name": null, "role": "AXStaticText", "description": null, "role_description": "text", "value": "Commands for the creation of UML elements", "position": "700.00;5762.00", "size": "129;16", "children": []}, {"name": null, "role": "AXStaticText", "description": null, "role_description": "text", "value": " ", "position": "830.00;5762.00", "size": "49;16", "children": []}]}, {"name": null, "role": "AXRow", "description": null, "role_description": "outline row", "value": null, "position": "200.00;5779.00", "size": "695;17", "children": [{"name": null, "role": "AXStaticText", "description": null, "role_description": "text", "value": "Create a new ReadSelfAction", "position": "218.00;5779.00", "size": "221;16", "children": []}, {"name": null, "role": "AXStaticText", "description": null, "role_description": "text", "value": "", "position": "440.00;5779.00", "size": "129;16", "children": []}, {"name": null, "role": "AXStaticText", "description": null, "role_description": "text", "value": "", "position": "570.00;5779.00", "size": "129;16", "children": []}, {"name": null, "role": "AXStaticText", "description": null, "role_description": "text", "value": "Commands for the creation of UML elements", "position": "700.00;5779.00", "size": "129;16", "children": []}, {"name": null, "role": "AXStaticText", "description": null, "role_description": "text", "value": " ", "position": "830.00;5779.00", "size": "49;16", "children": []}]}, {"name": null, "role": "AXRow", "description": null, "role_description": "outline row", "value": null, "position": "200.00;5796.00", "size": "695;17", "children": [{"name": null, "role": "AXStaticText", "description": null, "role_description": "text", "value": "Create a new ReadStructuralFeatureAction", "position": "218.00;5796.00", "size": "221;16", "children": []}, {"name": null, "role": "AXStaticText", "description": null, "role_description": "text", "value": "", "position": "440.00;5796.00", "size": "129;16", "children": []}, {"name": null, "role": "AXStaticText", "description": null, "role_description": "text", "value": "", "position": "570.00;5796.00", "size": "129;16", "children": []}, {"name": null, "role": "AXStaticText", "description": null, "role_description": "text", "value": "Commands for the creation of UML elements", "position": "700.00;5796.00", "size": "129;16", "children": []}, {"name": null, "role": "AXStaticText", "description": null, "role_description": "text", "value": " ", "position": "830.00;5796.00", "size": "49;16", "children": []}]}, {"name": null, "role": "AXRow", "description": null, "role_description": "outline row", "value": null, "position": "200.00;5813.00", "size": "695;17", "children": [{"name": null, "role": "AXStaticText", "description": null, "role_description": "text", "value": "Create a new ReadVariableAction", "position": "218.00;5813.00", "size": "221;16", "children": []}, {"name": null, "role": "AXStaticText", "description": null, "role_description": "text", "value": "", "position": "440.00;5813.00", "size": "129;16", "children": []}, {"name": null, "role": "AXStaticText", "description": null, "role_description": "text", "value": "", "position": "570.00;5813.00", "size": "129;16", "children": []}, {"name": null, "role": "AXStaticText", "description": null, "role_description": "text", "value": "Commands for the creation of UML elements", "position": "700.00;5813.00", "size": "129;16", "children": []}, {"name": null, "role": "AXStaticText", "description": null, "role_description": "text", "value": " ", "position": "830.00;5813.00", "size": "49;16", "children": []}]}, {"name": null, "role": "AXRow", "description": null, "role_description": "outline row", "value": null, "position": "200.00;5830.00", "size": "695;17", "children": [{"name": null, "role": "AXStaticText", "description": null, "role_description": "text", "value": "Create a new Realization", "position": "218.00;5830.00", "size": "221;16", "children": []}, {"name": null, "role": "AXStaticText", "description": null, "role_description": "text", "value": "", "position": "440.00;5830.00", "size": "129;16", "children": []}, {"name": null, "role": "AXStaticText", "description": null, "role_description": "text", "value": "", "position": "570.00;5830.00", "size": "129;16", "children": []}, {"name": null, "role": "AXStaticText", "description": null, "role_description": "text", "value": "Commands for the creation of UML elements", "position": "700.00;5830.00", "size": "129;16", "children": []}, {"name": null, "role": "AXStaticText", "description": null, "role_description": "text", "value": " ", "position": "830.00;5830.00", "size": "49;16", "children": []}]}, {"name": null, "role": "AXRow", "description": null, "role_description": "outline row", "value": null, "position": "200.00;5847.00", "size": "695;17", "children": [{"name": null, "role": "AXStaticText", "description": null, "role_description": "text", "value": "Create a new Reception", "position": "218.00;5847.00", "size": "221;16", "children": []}, {"name": null, "role": "AXStaticText", "description": null, "role_description": "text", "value": "", "position": "440.00;5847.00", "size": "129;16", "children": []}, {"name": null, "role": "AXStaticText", "description": null, "role_description": "text", "value": "", "position": "570.00;5847.00", "size": "129;16", "children": []}, {"name": null, "role": "AXStaticText", "description": null, "role_description": "text", "value": "Commands for the creation of UML elements", "position": "700.00;5847.00", "size": "129;16", "children": []}, {"name": null, "role": "AXStaticText", "description": null, "role_description": "text", "value": " ", "position": "830.00;5847.00", "size": "49;16", "children": []}]}, {"name": null, "role": "AXRow", "description": null, "role_description": "outline row", "value": null, "position": "200.00;5864.00", "size": "695;17", "children": [{"name": null, "role": "AXStaticText", "description": null, "role_description": "text", "value": "Create a new ReclassifyObjectAction", "position": "218.00;5864.00", "size": "221;16", "children": []}, {"name": null, "role": "AXStaticText", "description": null, "role_description": "text", "value": "", "position": "440.00;5864.00", "size": "129;16", "children": []}, {"name": null, "role": "AXStaticText", "description": null, "role_description": "text", "value": "", "position": "570.00;5864.00", "size": "129;16", "children": []}, {"name": null, "role": "AXStaticText", "description": null, "role_description": "text", "value": "Commands for the creation of UML elements", "position": "700.00;5864.00", "size": "129;16", "children": []}, {"name": null, "role": "AXStaticText", "description": null, "role_description": "text", "value": " ", "position": "830.00;5864.00", "size": "49;16", "children": []}]}, {"name": null, "role": "AXRow", "description": null, "role_description": "outline row", "value": null, "position": "200.00;5881.00", "size": "695;17", "children": [{"name": null, "role": "AXStaticText", "description": null, "role_description": "text", "value": "Create a new RedefinableTemplateSignature", "position": "218.00;5881.00", "size": "221;16", "children": []}, {"name": null, "role": "AXStaticText", "description": null, "role_description": "text", "value": "", "position": "440.00;5881.00", "size": "129;16", "children": []}, {"name": null, "role": "AXStaticText", "description": null, "role_description": "text", "value": "", "position": "570.00;5881.00", "size": "129;16", "children": []}, {"name": null, "role": "AXStaticText", "description": null, "role_description": "text", "value": "Commands for the creation of UML elements", "position": "700.00;5881.00", "size": "129;16", "children": []}, {"name": null, "role": "AXStaticText", "description": null, "role_description": "text", "value": " ", "position": "830.00;5881.00", "size": "49;16", "children": []}]}, {"name": null, "role": "AXRow", "description": null, "role_description": "outline row", "value": null, "position": "200.00;5898.00", "size": "695;17", "children": [{"name": null, "role": "AXStaticText", "description": null, "role_description": "text", "value": "Create a new ReduceAction", "position": "218.00;5898.00", "size": "221;16", "children": []}, {"name": null, "role": "AXStaticText", "description": null, "role_description": "text", "value": "", "position": "440.00;5898.00", "size": "129;16", "children": []}, {"name": null, "role": "AXStaticText", "description": null, "role_description": "text", "value": "", "position": "570.00;5898.00", "size": "129;16", "children": []}, {"name": null, "role": "AXStaticText", "description": null, "role_description": "text", "value": "Commands for the creation of UML elements", "position": "700.00;5898.00", "size": "129;16", "children": []}, {"name": null, "role": "AXStaticText", "description": null, "role_description": "text", "value": " ", "position": "830.00;5898.00", "size": "49;16", "children": []}]}, {"name": null, "role": "AXRow", "description": null, "role_description": "outline row", "value": null, "position": "200.00;5915.00", "size": "695;17", "children": [{"name": null, "role": "AXStaticText", "description": null, "role_description": "text", "value": "Create a new Refine", "position": "218.00;5915.00", "size": "221;16", "children": []}, {"name": null, "role": "AXStaticText", "description": null, "role_description": "text", "value": "", "position": "440.00;5915.00", "size": "129;16", "children": []}, {"name": null, "role": "AXStaticText", "description": null, "role_description": "text", "value": "", "position": "570.00;5915.00", "size": "129;16", "children": []}, {"name": null, "role": "AXStaticText", "description": null, "role_description": "text", "value": "Commands for the creation of UML elements", "position": "700.00;5915.00", "size": "129;16", "children": []}, {"name": null, "role": "AXStaticText", "description": null, "role_description": "text", "value": " ", "position": "830.00;5915.00", "size": "49;16", "children": []}]}, {"name": null, "role": "AXRow", "description": null, "role_description": "outline row", "value": null, "position": "200.00;5932.00", "size": "695;17", "children": [{"name": null, "role": "AXStaticText", "description": null, "role_description": "text", "value": "Create a new Region", "position": "218.00;5932.00", "size": "221;16", "children": []}, {"name": null, "role": "AXStaticText", "description": null, "role_description": "text", "value": "", "position": "440.00;5932.00", "size": "129;16", "children": []}, {"name": null, "role": "AXStaticText", "description": null, "role_description": "text", "value": "", "position": "570.00;5932.00", "size": "129;16", "children": []}, {"name": null, "role": "AXStaticText", "description": null, "role_description": "text", "value": "Commands for the creation of UML elements", "position": "700.00;5932.00", "size": "129;16", "children": []}, {"name": null, "role": "AXStaticText", "description": null, "role_description": "text", "value": " ", "position": "830.00;5932.00", "size": "49;16", "children": []}]}, {"name": null, "role": "AXRow", "description": null, "role_description": "outline row", "value": null, "position": "200.00;5949.00", "size": "695;17", "children": [{"name": null, "role": "AXStaticText", "description": null, "role_description": "text", "value": "Create a new RemoveStructuralFeatureValueAction", "position": "218.00;5949.00", "size": "221;16", "children": []}, {"name": null, "role": "AXStaticText", "description": null, "role_description": "text", "value": "", "position": "440.00;5949.00", "size": "129;16", "children": []}, {"name": null, "role": "AXStaticText", "description": null, "role_description": "text", "value": "", "position": "570.00;5949.00", "size": "129;16", "children": []}, {"name": null, "role": "AXStaticText", "description": null, "role_description": "text", "value": "Commands for the creation of UML elements", "position": "700.00;5949.00", "size": "129;16", "children": []}, {"name": null, "role": "AXStaticText", "description": null, "role_description": "text", "value": " ", "position": "830.00;5949.00", "size": "49;16", "children": []}]}, {"name": null, "role": "AXRow", "description": null, "role_description": "outline row", "value": null, "position": "200.00;5966.00", "size": "695;17", "children": [{"name": null, "role": "AXStaticText", "description": null, "role_description": "text", "value": "Create a new RemoveVariableValueAction", "position": "218.00;5966.00", "size": "221;16", "children": []}, {"name": null, "role": "AXStaticText", "description": null, "role_description": "text", "value": "", "position": "440.00;5966.00", "size": "129;16", "children": []}, {"name": null, "role": "AXStaticText", "description": null, "role_description": "text", "value": "", "position": "570.00;5966.00", "size": "129;16", "children": []}, {"name": null, "role": "AXStaticText", "description": null, "role_description": "text", "value": "Commands for the creation of UML elements", "position": "700.00;5966.00", "size": "129;16", "children": []}, {"name": null, "role": "AXStaticText", "description": null, "role_description": "text", "value": " ", "position": "830.00;5966.00", "size": "49;16", "children": []}]}, {"name": null, "role": "AXRow", "description": null, "role_description": "outline row", "value": null, "position": "200.00;5983.00", "size": "695;17", "children": [{"name": null, "role": "AXStaticText", "description": null, "role_description": "text", "value": "Create a new ReplyAction", "position": "218.00;5983.00", "size": "221;16", "children": []}, {"name": null, "role": "AXStaticText", "description": null, "role_description": "text", "value": "", "position": "440.00;5983.00", "size": "129;16", "children": []}, {"name": null, "role": "AXStaticText", "description": null, "role_description": "text", "value": "", "position": "570.00;5983.00", "size": "129;16", "children": []}, {"name": null, "role": "AXStaticText", "description": null, "role_description": "text", "value": "Commands for the creation of UML elements", "position": "700.00;5983.00", "size": "129;16", "children": []}, {"name": null, "role": "AXStaticText", "description": null, "role_description": "text", "value": " ", "position": "830.00;5983.00", "size": "49;16", "children": []}]}, {"name": null, "role": "AXRow", "description": null, "role_description": "outline row", "value": null, "position": "200.00;6000.00", "size": "695;17", "children": [{"name": null, "role": "AXStaticText", "description": null, "role_description": "text", "value": "Create a new SendObjectAction", "position": "218.00;6000.00", "size": "221;16", "children": []}, {"name": null, "role": "AXStaticText", "description": null, "role_description": "text", "value": "", "position": "440.00;6000.00", "size": "129;16", "children": []}, {"name": null, "role": "AXStaticText", "description": null, "role_description": "text", "value": "", "position": "570.00;6000.00", "size": "129;16", "children": []}, {"name": null, "role": "AXStaticText", "description": null, "role_description": "text", "value": "Commands for the creation of UML elements", "position": "700.00;6000.00", "size": "129;16", "children": []}, {"name": null, "role": "AXStaticText", "description": null, "role_description": "text", "value": " ", "position": "830.00;6000.00", "size": "49;16", "children": []}]}, {"name": null, "role": "AXRow", "description": null, "role_description": "outline row", "value": null, "position": "200.00;6017.00", "size": "695;17", "children": [{"name": null, "role": "AXStaticText", "description": null, "role_description": "text", "value": "Create a new SendSignalAction", "position": "218.00;6017.00", "size": "221;16", "children": []}, {"name": null, "role": "AXStaticText", "description": null, "role_description": "text", "value": "", "position": "440.00;6017.00", "size": "129;16", "children": []}, {"name": null, "role": "AXStaticText", "description": null, "role_description": "text", "value": "", "position": "570.00;6017.00", "size": "129;16", "children": []}, {"name": null, "role": "AXStaticText", "description": null, "role_description": "text", "value": "Commands for the creation of UML elements", "position": "700.00;6017.00", "size": "129;16", "children": []}, {"name": null, "role": "AXStaticText", "description": null, "role_description": "text", "value": " ", "position": "830.00;6017.00", "size": "49;16", "children": []}]}, {"name": null, "role": "AXRow", "description": null, "role_description": "outline row", "value": null, "position": "200.00;6034.00", "size": "695;17", "children": [{"name": null, "role": "AXStaticText", "description": null, "role_description": "text", "value": "Create a new Sequence Diagram", "position": "218.00;6034.00", "size": "221;16", "children": []}, {"name": null, "role": "AXStaticText", "description": null, "role_description": "text", "value": "", "position": "440.00;6034.00", "size": "129;16", "children": []}, {"name": null, "role": "AXStaticText", "description": null, "role_description": "text", "value": "", "position": "570.00;6034.00", "size": "129;16", "children": []}, {"name": null, "role": "AXStaticText", "description": null, "role_description": "text", "value": "Papyrus Category", "position": "700.00;6034.00", "size": "129;16", "children": []}, {"name": null, "role": "AXStaticText", "description": null, "role_description": "text", "value": " ", "position": "830.00;6034.00", "size": "49;16", "children": []}]}, {"name": null, "role": "AXRow", "description": null, "role_description": "outline row", "value": null, "position": "200.00;6051.00", "size": "695;17", "children": [{"name": null, "role": "AXStaticText", "description": null, "role_description": "text", "value": "Create a new SequenceNode", "position": "218.00;6051.00", "size": "221;16", "children": []}, {"name": null, "role": "AXStaticText", "description": null, "role_description": "text", "value": "", "position": "440.00;6051.00", "size": "129;16", "children": []}, {"name": null, "role": "AXStaticText", "description": null, "role_description": "text", "value": "", "position": "570.00;6051.00", "size": "129;16", "children": []}, {"name": null, "role": "AXStaticText", "description": null, "role_description": "text", "value": "Commands for the creation of UML elements", "position": "700.00;6051.00", "size": "129;16", "children": []}, {"name": null, "role": "AXStaticText", "description": null, "role_description": "text", "value": " ", "position": "830.00;6051.00", "size": "49;16", "children": []}]}, {"name": null, "role": "AXRow", "description": null, "role_description": "outline row", "value": null, "position": "200.00;6068.00", "size": "695;17", "children": [{"name": null, "role": "AXStaticText", "description": null, "role_description": "text", "value": "Create a new Signal", "position": "218.00;6068.00", "size": "221;16", "children": []}, {"name": null, "role": "AXStaticText", "description": null, "role_description": "text", "value": "", "position": "440.00;6068.00", "size": "129;16", "children": []}, {"name": null, "role": "AXStaticText", "description": null, "role_description": "text", "value": "", "position": "570.00;6068.00", "size": "129;16", "children": []}, {"name": null, "role": "AXStaticText", "description": null, "role_description": "text", "value": "Commands for the creation of UML elements", "position": "700.00;6068.00", "size": "129;16", "children": []}, {"name": null, "role": "AXStaticText", "description": null, "role_description": "text", "value": " ", "position": "830.00;6068.00", "size": "49;16", "children": []}]}, {"name": null, "role": "AXRow", "description": null, "role_description": "outline row", "value": null, "position": "200.00;6085.00", "size": "695;17", "children": [{"name": null, "role": "AXStaticText", "description": null, "role_description": "text", "value": "Create a new SignalEvent", "position": "218.00;6085.00", "size": "221;16", "children": []}, {"name": null, "role": "AXStaticText", "description": null, "role_description": "text", "value": "", "position": "440.00;6085.00", "size": "129;16", "children": []}, {"name": null, "role": "AXStaticText", "description": null, "role_description": "text", "value": "", "position": "570.00;6085.00", "size": "129;16", "children": []}, {"name": null, "role": "AXStaticText", "description": null, "role_description": "text", "value": "Commands for the creation of UML elements", "position": "700.00;6085.00", "size": "129;16", "children": []}, {"name": null, "role": "AXStaticText", "description": null, "role_description": "text", "value": " ", "position": "830.00;6085.00", "size": "49;16", "children": []}]}, {"name": null, "role": "AXRow", "description": null, "role_description": "outline row", "value": null, "position": "200.00;6102.00", "size": "695;17", "children": [{"name": null, "role": "AXStaticText", "description": null, "role_description": "text", "value": "Create a new Slot", "position": "218.00;6102.00", "size": "221;16", "children": []}, {"name": null, "role": "AXStaticText", "description": null, "role_description": "text", "value": "", "position": "440.00;6102.00", "size": "129;16", "children": []}, {"name": null, "role": "AXStaticText", "description": null, "role_description": "text", "value": "", "position": "570.00;6102.00", "size": "129;16", "children": []}, {"name": null, "role": "AXStaticText", "description": null, "role_description": "text", "value": "Commands for the creation of UML elements", "position": "700.00;6102.00", "size": "129;16", "children": []}, {"name": null, "role": "AXStaticText", "description": null, "role_description": "text", "value": " ", "position": "830.00;6102.00", "size": "49;16", "children": []}]}, {"name": null, "role": "AXRow", "description": null, "role_description": "outline row", "value": null, "position": "200.00;6119.00", "size": "695;17", "children": [{"name": null, "role": "AXStaticText", "description": null, "role_description": "text", "value": "Create a new StartClassifierBehaviorAction", "position": "218.00;6119.00", "size": "221;16", "children": []}, {"name": null, "role": "AXStaticText", "description": null, "role_description": "text", "value": "", "position": "440.00;6119.00", "size": "129;16", "children": []}, {"name": null, "role": "AXStaticText", "description": null, "role_description": "text", "value": "", "position": "570.00;6119.00", "size": "129;16", "children": []}, {"name": null, "role": "AXStaticText", "description": null, "role_description": "text", "value": "Commands for the creation of UML elements", "position": "700.00;6119.00", "size": "129;16", "children": []}, {"name": null, "role": "AXStaticText", "description": null, "role_description": "text", "value": " ", "position": "830.00;6119.00", "size": "49;16", "children": []}]}, {"name": null, "role": "AXRow", "description": null, "role_description": "outline row", "value": null, "position": "200.00;6136.00", "size": "695;17", "children": [{"name": null, "role": "AXStaticText", "description": null, "role_description": "text", "value": "Create a new StartObjectBehaviorAction", "position": "218.00;6136.00", "size": "221;16", "children": []}, {"name": null, "role": "AXStaticText", "description": null, "role_description": "text", "value": "", "position": "440.00;6136.00", "size": "129;16", "children": []}, {"name": null, "role": "AXStaticText", "description": null, "role_description": "text", "value": "", "position": "570.00;6136.00", "size": "129;16", "children": []}, {"name": null, "role": "AXStaticText", "description": null, "role_description": "text", "value": "Commands for the creation of UML elements", "position": "700.00;6136.00", "size": "129;16", "children": []}, {"name": null, "role": "AXStaticText", "description": null, "role_description": "text", "value": " ", "position": "830.00;6136.00", "size": "49;16", "children": []}]}, {"name": null, "role": "AXRow", "description": null, "role_description": "outline row", "value": null, "position": "200.00;6153.00", "size": "695;17", "children": [{"name": null, "role": "AXStaticText", "description": null, "role_description": "text", "value": "Create a new State", "position": "218.00;6153.00", "size": "221;16", "children": []}, {"name": null, "role": "AXStaticText", "description": null, "role_description": "text", "value": "", "position": "440.00;6153.00", "size": "129;16", "children": []}, {"name": null, "role": "AXStaticText", "description": null, "role_description": "text", "value": "", "position": "570.00;6153.00", "size": "129;16", "children": []}, {"name": null, "role": "AXStaticText", "description": null, "role_description": "text", "value": "Commands for the creation of UML elements", "position": "700.00;6153.00", "size": "129;16", "children": []}, {"name": null, "role": "AXStaticText", "description": null, "role_description": "text", "value": " ", "position": "830.00;6153.00", "size": "49;16", "children": []}]}, {"name": null, "role": "AXRow", "description": null, "role_description": "outline row", "value": null, "position": "200.00;6170.00", "size": "695;17", "children": [{"name": null, "role": "AXStaticText", "description": null, "role_description": "text", "value": "Create a new StateInvariant", "position": "218.00;6170.00", "size": "221;16", "children": []}, {"name": null, "role": "AXStaticText", "description": null, "role_description": "text", "value": "", "position": "440.00;6170.00", "size": "129;16", "children": []}, {"name": null, "role": "AXStaticText", "description": null, "role_description": "text", "value": "", "position": "570.00;6170.00", "size": "129;16", "children": []}, {"name": null, "role": "AXStaticText", "description": null, "role_description": "text", "value": "Commands for the creation of UML elements", "position": "700.00;6170.00", "size": "129;16", "children": []}, {"name": null, "role": "AXStaticText", "description": null, "role_description": "text", "value": " ", "position": "830.00;6170.00", "size": "49;16", "children": []}]}, {"name": null, "role": "AXRow", "description": null, "role_description": "outline row", "value": null, "position": "200.00;6187.00", "size": "695;17", "children": [{"name": null, "role": "AXStaticText", "description": null, "role_description": "text", "value": "Create a new StateMachine", "position": "218.00;6187.00", "size": "221;16", "children": []}, {"name": null, "role": "AXStaticText", "description": null, "role_description": "text", "value": "", "position": "440.00;6187.00", "size": "129;16", "children": []}, {"name": null, "role": "AXStaticText", "description": null, "role_description": "text", "value": "", "position": "570.00;6187.00", "size": "129;16", "children": []}, {"name": null, "role": "AXStaticText", "description": null, "role_description": "text", "value": "Commands for the creation of UML elements", "position": "700.00;6187.00", "size": "129;16", "children": []}, {"name": null, "role": "AXStaticText", "description": null, "role_description": "text", "value": " ", "position": "830.00;6187.00", "size": "49;16", "children": []}]}, {"name": null, "role": "AXRow", "description": null, "role_description": "outline row", "value": null, "position": "200.00;6204.00", "size": "695;17", "children": [{"name": null, "role": "AXStaticText", "description": null, "role_description": "text", "value": "Create a new StateMachine Diagram", "position": "218.00;6204.00", "size": "221;16", "children": []}, {"name": null, "role": "AXStaticText", "description": null, "role_description": "text", "value": "", "position": "440.00;6204.00", "size": "129;16", "children": []}, {"name": null, "role": "AXStaticText", "description": null, "role_description": "text", "value": "", "position": "570.00;6204.00", "size": "129;16", "children": []}, {"name": null, "role": "AXStaticText", "description": null, "role_description": "text", "value": "Papyrus Category", "position": "700.00;6204.00", "size": "129;16", "children": []}, {"name": null, "role": "AXStaticText", "description": null, "role_description": "text", "value": " ", "position": "830.00;6204.00", "size": "49;16", "children": []}]}, {"name": null, "role": "AXRow", "description": null, "role_description": "outline row", "value": null, "position": "200.00;6221.00", "size": "695;17", "children": [{"name": null, "role": "AXStaticText", "description": null, "role_description": "text", "value": "Create a new Stereotype", "position": "218.00;6221.00", "size": "221;16", "children": []}, {"name": null, "role": "AXStaticText", "description": null, "role_description": "text", "value": "", "position": "440.00;6221.00", "size": "129;16", "children": []}, {"name": null, "role": "AXStaticText", "description": null, "role_description": "text", "value": "", "position": "570.00;6221.00", "size": "129;16", "children": []}, {"name": null, "role": "AXStaticText", "description": null, "role_description": "text", "value": "Commands for the creation of UML elements", "position": "700.00;6221.00", "size": "129;16", "children": []}, {"name": null, "role": "AXStaticText", "description": null, "role_description": "text", "value": " ", "position": "830.00;6221.00", "size": "49;16", "children": []}]}, {"name": null, "role": "AXRow", "description": null, "role_description": "outline row", "value": null, "position": "200.00;6238.00", "size": "695;17", "children": [{"name": null, "role": "AXStaticText", "description": null, "role_description": "text", "value": "Create a new StringExpression", "position": "218.00;6238.00", "size": "221;16", "children": []}, {"name": null, "role": "AXStaticText", "description": null, "role_description": "text", "value": "", "position": "440.00;6238.00", "size": "129;16", "children": []}, {"name": null, "role": "AXStaticText", "description": null, "role_description": "text", "value": "", "position": "570.00;6238.00", "size": "129;16", "children": []}, {"name": null, "role": "AXStaticText", "description": null, "role_description": "text", "value": "Commands for the creation of UML elements", "position": "700.00;6238.00", "size": "129;16", "children": []}, {"name": null, "role": "AXStaticText", "description": null, "role_description": "text", "value": " ", "position": "830.00;6238.00", "size": "49;16", "children": []}]}, {"name": null, "role": "AXRow", "description": null, "role_description": "outline row", "value": null, "position": "200.00;6255.00", "size": "695;17", "children": [{"name": null, "role": "AXStaticText", "description": null, "role_description": "text", "value": "Create a new StructuredActivityNode", "position": "218.00;6255.00", "size": "221;16", "children": []}, {"name": null, "role": "AXStaticText", "description": null, "role_description": "text", "value": "", "position": "440.00;6255.00", "size": "129;16", "children": []}, {"name": null, "role": "AXStaticText", "description": null, "role_description": "text", "value": "", "position": "570.00;6255.00", "size": "129;16", "children": []}, {"name": null, "role": "AXStaticText", "description": null, "role_description": "text", "value": "Commands for the creation of UML elements", "position": "700.00;6255.00", "size": "129;16", "children": []}, {"name": null, "role": "AXStaticText", "description": null, "role_description": "text", "value": " ", "position": "830.00;6255.00", "size": "49;16", "children": []}]}, {"name": null, "role": "AXRow", "description": null, "role_description": "outline row", "value": null, "position": "200.00;6272.00", "size": "695;17", "children": [{"name": null, "role": "AXStaticText", "description": null, "role_description": "text", "value": "Create a new style", "position": "218.00;6272.00", "size": "221;16", "children": []}, {"name": null, "role": "AXStaticText", "description": null, "role_description": "text", "value": "", "position": "440.00;6272.00", "size": "129;16", "children": []}, {"name": null, "role": "AXStaticText", "description": null, "role_description": "text", "value": "", "position": "570.00;6272.00", "size": "129;16", "children": []}, {"name": null, "role": "AXStaticText", "description": null, "role_description": "text", "value": "Papyrus Category", "position": "700.00;6272.00", "size": "129;16", "children": []}, {"name": null, "role": "AXStaticText", "description": null, "role_description": "text", "value": " ", "position": "830.00;6272.00", "size": "49;16", "children": []}]}, {"name": null, "role": "AXRow", "description": null, "role_description": "outline row", "value": null, "position": "200.00;6289.00", "size": "695;17", "children": [{"name": null, "role": "AXStaticText", "description": null, "role_description": "text", "value": "Create a new Substitution", "position": "218.00;6289.00", "size": "221;16", "children": []}, {"name": null, "role": "AXStaticText", "description": null, "role_description": "text", "value": "", "position": "440.00;6289.00", "size": "129;16", "children": []}, {"name": null, "role": "AXStaticText", "description": null, "role_description": "text", "value": "", "position": "570.00;6289.00", "size": "129;16", "children": []}, {"name": null, "role": "AXStaticText", "description": null, "role_description": "text", "value": "Commands for the creation of UML elements", "position": "700.00;6289.00", "size": "129;16", "children": []}, {"name": null, "role": "AXStaticText", "description": null, "role_description": "text", "value": " ", "position": "830.00;6289.00", "size": "49;16", "children": []}]}, {"name": null, "role": "AXRow", "description": null, "role_description": "outline row", "value": null, "position": "200.00;6306.00", "size": "695;17", "children": [{"name": null, "role": "AXStaticText", "description": null, "role_description": "text", "value": "Create a new Table from the Configurations Catalog", "position": "218.00;6306.00", "size": "221;16", "children": []}, {"name": null, "role": "AXStaticText", "description": null, "role_description": "text", "value": "", "position": "440.00;6306.00", "size": "129;16", "children": []}, {"name": null, "role": "AXStaticText", "description": null, "role_description": "text", "value": "", "position": "570.00;6306.00", "size": "129;16", "children": []}, {"name": null, "role": "AXStaticText", "description": null, "role_description": "text", "value": "Papyrus Category", "position": "700.00;6306.00", "size": "129;16", "children": []}, {"name": null, "role": "AXStaticText", "description": null, "role_description": "text", "value": " ", "position": "830.00;6306.00", "size": "49;16", "children": []}]}, {"name": null, "role": "AXRow", "description": null, "role_description": "outline row", "value": null, "position": "200.00;6323.00", "size": "695;17", "children": [{"name": null, "role": "AXStaticText", "description": null, "role_description": "text", "value": "Create a new TemplateBinding", "position": "218.00;6323.00", "size": "221;16", "children": []}, {"name": null, "role": "AXStaticText", "description": null, "role_description": "text", "value": "", "position": "440.00;6323.00", "size": "129;16", "children": []}, {"name": null, "role": "AXStaticText", "description": null, "role_description": "text", "value": "", "position": "570.00;6323.00", "size": "129;16", "children": []}, {"name": null, "role": "AXStaticText", "description": null, "role_description": "text", "value": "Commands for the creation of UML elements", "position": "700.00;6323.00", "size": "129;16", "children": []}, {"name": null, "role": "AXStaticText", "description": null, "role_description": "text", "value": " ", "position": "830.00;6323.00", "size": "49;16", "children": []}]}, {"name": null, "role": "AXRow", "description": null, "role_description": "outline row", "value": null, "position": "200.00;6340.00", "size": "695;17", "children": [{"name": null, "role": "AXStaticText", "description": null, "role_description": "text", "value": "Create a new TemplateParameter", "position": "218.00;6340.00", "size": "221;16", "children": []}, {"name": null, "role": "AXStaticText", "description": null, "role_description": "text", "value": "", "position": "440.00;6340.00", "size": "129;16", "children": []}, {"name": null, "role": "AXStaticText", "description": null, "role_description": "text", "value": "", "position": "570.00;6340.00", "size": "129;16", "children": []}, {"name": null, "role": "AXStaticText", "description": null, "role_description": "text", "value": "Commands for the creation of UML elements", "position": "700.00;6340.00", "size": "129;16", "children": []}, {"name": null, "role": "AXStaticText", "description": null, "role_description": "text", "value": " ", "position": "830.00;6340.00", "size": "49;16", "children": []}]}, {"name": null, "role": "AXRow", "description": null, "role_description": "outline row", "value": null, "position": "200.00;6357.00", "size": "695;17", "children": [{"name": null, "role": "AXStaticText", "description": null, "role_description": "text", "value": "Create a new TemplateParameterSubstitution", "position": "218.00;6357.00", "size": "221;16", "children": []}, {"name": null, "role": "AXStaticText", "description": null, "role_description": "text", "value": "", "position": "440.00;6357.00", "size": "129;16", "children": []}, {"name": null, "role": "AXStaticText", "description": null, "role_description": "text", "value": "", "position": "570.00;6357.00", "size": "129;16", "children": []}, {"name": null, "role": "AXStaticText", "description": null, "role_description": "text", "value": "Commands for the creation of UML elements", "position": "700.00;6357.00", "size": "129;16", "children": []}, {"name": null, "role": "AXStaticText", "description": null, "role_description": "text", "value": " ", "position": "830.00;6357.00", "size": "49;16", "children": []}]}, {"name": null, "role": "AXRow", "description": null, "role_description": "outline row", "value": null, "position": "200.00;6374.00", "size": "695;17", "children": [{"name": null, "role": "AXStaticText", "description": null, "role_description": "text", "value": "Create a new TemplateSignature", "position": "218.00;6374.00", "size": "221;16", "children": []}, {"name": null, "role": "AXStaticText", "description": null, "role_description": "text", "value": "", "position": "440.00;6374.00", "size": "129;16", "children": []}, {"name": null, "role": "AXStaticText", "description": null, "role_description": "text", "value": "", "position": "570.00;6374.00", "size": "129;16", "children": []}, {"name": null, "role": "AXStaticText", "description": null, "role_description": "text", "value": "Commands for the creation of UML elements", "position": "700.00;6374.00", "size": "129;16", "children": []}, {"name": null, "role": "AXStaticText", "description": null, "role_description": "text", "value": " ", "position": "830.00;6374.00", "size": "49;16", "children": []}]}, {"name": null, "role": "AXRow", "description": null, "role_description": "outline row", "value": null, "position": "200.00;6391.00", "size": "695;17", "children": [{"name": null, "role": "AXStaticText", "description": null, "role_description": "text", "value": "Create a new TestIdentityAction", "position": "218.00;6391.00", "size": "221;16", "children": []}, {"name": null, "role": "AXStaticText", "description": null, "role_description": "text", "value": "", "position": "440.00;6391.00", "size": "129;16", "children": []}, {"name": null, "role": "AXStaticText", "description": null, "role_description": "text", "value": "", "position": "570.00;6391.00", "size": "129;16", "children": []}, {"name": null, "role": "AXStaticText", "description": null, "role_description": "text", "value": "Commands for the creation of UML elements", "position": "700.00;6391.00", "size": "129;16", "children": []}, {"name": null, "role": "AXStaticText", "description": null, "role_description": "text", "value": " ", "position": "830.00;6391.00", "size": "49;16", "children": []}]}, {"name": null, "role": "AXRow", "description": null, "role_description": "outline row", "value": null, "position": "200.00;6408.00", "size": "695;17", "children": [{"name": null, "role": "AXStaticText", "description": null, "role_description": "text", "value": "Create a new TimeConstraint", "position": "218.00;6408.00", "size": "221;16", "children": []}, {"name": null, "role": "AXStaticText", "description": null, "role_description": "text", "value": "", "position": "440.00;6408.00", "size": "129;16", "children": []}, {"name": null, "role": "AXStaticText", "description": null, "role_description": "text", "value": "", "position": "570.00;6408.00", "size": "129;16", "children": []}, {"name": null, "role": "AXStaticText", "description": null, "role_description": "text", "value": "Commands for the creation of UML elements", "position": "700.00;6408.00", "size": "129;16", "children": []}, {"name": null, "role": "AXStaticText", "description": null, "role_description": "text", "value": " ", "position": "830.00;6408.00", "size": "49;16", "children": []}]}, {"name": null, "role": "AXRow", "description": null, "role_description": "outline row", "value": null, "position": "200.00;6425.00", "size": "695;17", "children": [{"name": null, "role": "AXStaticText", "description": null, "role_description": "text", "value": "Create a new TimeEvent", "position": "218.00;6425.00", "size": "221;16", "children": []}, {"name": null, "role": "AXStaticText", "description": null, "role_description": "text", "value": "", "position": "440.00;6425.00", "size": "129;16", "children": []}, {"name": null, "role": "AXStaticText", "description": null, "role_description": "text", "value": "", "position": "570.00;6425.00", "size": "129;16", "children": []}, {"name": null, "role": "AXStaticText", "description": null, "role_description": "text", "value": "Commands for the creation of UML elements", "position": "700.00;6425.00", "size": "129;16", "children": []}, {"name": null, "role": "AXStaticText", "description": null, "role_description": "text", "value": " ", "position": "830.00;6425.00", "size": "49;16", "children": []}]}, {"name": null, "role": "AXRow", "description": null, "role_description": "outline row", "value": null, "position": "200.00;6442.00", "size": "695;17", "children": [{"name": null, "role": "AXStaticText", "description": null, "role_description": "text", "value": "Create a new TimeExpression", "position": "218.00;6442.00", "size": "221;16", "children": []}, {"name": null, "role": "AXStaticText", "description": null, "role_description": "text", "value": "", "position": "440.00;6442.00", "size": "129;16", "children": []}, {"name": null, "role": "AXStaticText", "description": null, "role_description": "text", "value": "", "position": "570.00;6442.00", "size": "129;16", "children": []}, {"name": null, "role": "AXStaticText", "description": null, "role_description": "text", "value": "Commands for the creation of UML elements", "position": "700.00;6442.00", "size": "129;16", "children": []}, {"name": null, "role": "AXStaticText", "description": null, "role_description": "text", "value": " ", "position": "830.00;6442.00", "size": "49;16", "children": []}]}, {"name": null, "role": "AXRow", "description": null, "role_description": "outline row", "value": null, "position": "200.00;6459.00", "size": "695;17", "children": [{"name": null, "role": "AXStaticText", "description": null, "role_description": "text", "value": "Create a new TimeInterval", "position": "218.00;6459.00", "size": "221;16", "children": []}, {"name": null, "role": "AXStaticText", "description": null, "role_description": "text", "value": "", "position": "440.00;6459.00", "size": "129;16", "children": []}, {"name": null, "role": "AXStaticText", "description": null, "role_description": "text", "value": "", "position": "570.00;6459.00", "size": "129;16", "children": []}, {"name": null, "role": "AXStaticText", "description": null, "role_description": "text", "value": "Commands for the creation of UML elements", "position": "700.00;6459.00", "size": "129;16", "children": []}, {"name": null, "role": "AXStaticText", "description": null, "role_description": "text", "value": " ", "position": "830.00;6459.00", "size": "49;16", "children": []}]}, {"name": null, "role": "AXRow", "description": null, "role_description": "outline row", "value": null, "position": "200.00;6476.00", "size": "695;17", "children": [{"name": null, "role": "AXStaticText", "description": null, "role_description": "text", "value": "Create a new TimeObservation", "position": "218.00;6476.00", "size": "221;16", "children": []}, {"name": null, "role": "AXStaticText", "description": null, "role_description": "text", "value": "", "position": "440.00;6476.00", "size": "129;16", "children": []}, {"name": null, "role": "AXStaticText", "description": null, "role_description": "text", "value": "", "position": "570.00;6476.00", "size": "129;16", "children": []}, {"name": null, "role": "AXStaticText", "description": null, "role_description": "text", "value": "Commands for the creation of UML elements", "position": "700.00;6476.00", "size": "129;16", "children": []}, {"name": null, "role": "AXStaticText", "description": null, "role_description": "text", "value": " ", "position": "830.00;6476.00", "size": "49;16", "children": []}]}, {"name": null, "role": "AXRow", "description": null, "role_description": "outline row", "value": null, "position": "200.00;6493.00", "size": "695;17", "children": [{"name": null, "role": "AXStaticText", "description": null, "role_description": "text", "value": "Create a new Trace", "position": "218.00;6493.00", "size": "221;16", "children": []}, {"name": null, "role": "AXStaticText", "description": null, "role_description": "text", "value": "", "position": "440.00;6493.00", "size": "129;16", "children": []}, {"name": null, "role": "AXStaticText", "description": null, "role_description": "text", "value": "", "position": "570.00;6493.00", "size": "129;16", "children": []}, {"name": null, "role": "AXStaticText", "description": null, "role_description": "text", "value": "Commands for the creation of UML elements", "position": "700.00;6493.00", "size": "129;16", "children": []}, {"name": null, "role": "AXStaticText", "description": null, "role_description": "text", "value": " ", "position": "830.00;6493.00", "size": "49;16", "children": []}]}, {"name": null, "role": "AXRow", "description": null, "role_description": "outline row", "value": null, "position": "200.00;6510.00", "size": "695;17", "children": [{"name": null, "role": "AXStaticText", "description": null, "role_description": "text", "value": "Create a new Transition", "position": "218.00;6510.00", "size": "221;16", "children": []}, {"name": null, "role": "AXStaticText", "description": null, "role_description": "text", "value": "", "position": "440.00;6510.00", "size": "129;16", "children": []}, {"name": null, "role": "AXStaticText", "description": null, "role_description": "text", "value": "", "position": "570.00;6510.00", "size": "129;16", "children": []}, {"name": null, "role": "AXStaticText", "description": null, "role_description": "text", "value": "Commands for the creation of UML elements", "position": "700.00;6510.00", "size": "129;16", "children": []}, {"name": null, "role": "AXStaticText", "description": null, "role_description": "text", "value": " ", "position": "830.00;6510.00", "size": "49;16", "children": []}]}, {"name": null, "role": "AXRow", "description": null, "role_description": "outline row", "value": null, "position": "200.00;6527.00", "size": "695;17", "children": [{"name": null, "role": "AXStaticText", "description": null, "role_description": "text", "value": "Create a new Trigger", "position": "218.00;6527.00", "size": "221;16", "children": []}, {"name": null, "role": "AXStaticText", "description": null, "role_description": "text", "value": "", "position": "440.00;6527.00", "size": "129;16", "children": []}, {"name": null, "role": "AXStaticText", "description": null, "role_description": "text", "value": "", "position": "570.00;6527.00", "size": "129;16", "children": []}, {"name": null, "role": "AXStaticText", "description": null, "role_description": "text", "value": "Commands for the creation of UML elements", "position": "700.00;6527.00", "size": "129;16", "children": []}, {"name": null, "role": "AXStaticText", "description": null, "role_description": "text", "value": " ", "position": "830.00;6527.00", "size": "49;16", "children": []}]}, {"name": null, "role": "AXRow", "description": null, "role_description": "outline row", "value": null, "position": "200.00;6544.00", "size": "695;17", "children": [{"name": null, "role": "AXStaticText", "description": null, "role_description": "text", "value": "Create a new UnmarshallAction", "position": "218.00;6544.00", "size": "221;16", "children": []}, {"name": null, "role": "AXStaticText", "description": null, "role_description": "text", "value": "", "position": "440.00;6544.00", "size": "129;16", "children": []}, {"name": null, "role": "AXStaticText", "description": null, "role_description": "text", "value": "", "position": "570.00;6544.00", "size": "129;16", "children": []}, {"name": null, "role": "AXStaticText", "description": null, "role_description": "text", "value": "Commands for the creation of UML elements", "position": "700.00;6544.00", "size": "129;16", "children": []}, {"name": null, "role": "AXStaticText", "description": null, "role_description": "text", "value": " ", "position": "830.00;6544.00", "size": "49;16", "children": []}]}, {"name": null, "role": "AXRow", "description": null, "role_description": "outline row", "value": null, "position": "200.00;6561.00", "size": "695;17", "children": [{"name": null, "role": "AXStaticText", "description": null, "role_description": "text", "value": "Create a new Usage", "position": "218.00;6561.00", "size": "221;16", "children": []}, {"name": null, "role": "AXStaticText", "description": null, "role_description": "text", "value": "", "position": "440.00;6561.00", "size": "129;16", "children": []}, {"name": null, "role": "AXStaticText", "description": null, "role_description": "text", "value": "", "position": "570.00;6561.00", "size": "129;16", "children": []}, {"name": null, "role": "AXStaticText", "description": null, "role_description": "text", "value": "Commands for the creation of UML elements", "position": "700.00;6561.00", "size": "129;16", "children": []}, {"name": null, "role": "AXStaticText", "description": null, "role_description": "text", "value": " ", "position": "830.00;6561.00", "size": "49;16", "children": []}]}, {"name": null, "role": "AXRow", "description": null, "role_description": "outline row", "value": null, "position": "200.00;6578.00", "size": "695;17", "children": [{"name": null, "role": "AXStaticText", "description": null, "role_description": "text", "value": "Create a new UseCase", "position": "218.00;6578.00", "size": "221;16", "children": []}, {"name": null, "role": "AXStaticText", "description": null, "role_description": "text", "value": "", "position": "440.00;6578.00", "size": "129;16", "children": []}, {"name": null, "role": "AXStaticText", "description": null, "role_description": "text", "value": "", "position": "570.00;6578.00", "size": "129;16", "children": []}, {"name": null, "role": "AXStaticText", "description": null, "role_description": "text", "value": "Commands for the creation of UML elements", "position": "700.00;6578.00", "size": "129;16", "children": []}, {"name": null, "role": "AXStaticText", "description": null, "role_description": "text", "value": " ", "position": "830.00;6578.00", "size": "49;16", "children": []}]}, {"name": null, "role": "AXRow", "description": null, "role_description": "outline row", "value": null, "position": "200.00;6595.00", "size": "695;17", "children": [{"name": null, "role": "AXStaticText", "description": null, "role_description": "text", "value": "Create a new UseCase Diagram", "position": "218.00;6595.00", "size": "221;16", "children": []}, {"name": null, "role": "AXStaticText", "description": null, "role_description": "text", "value": "", "position": "440.00;6595.00", "size": "129;16", "children": []}, {"name": null, "role": "AXStaticText", "description": null, "role_description": "text", "value": "", "position": "570.00;6595.00", "size": "129;16", "children": []}, {"name": null, "role": "AXStaticText", "description": null, "role_description": "text", "value": "Papyrus Category", "position": "700.00;6595.00", "size": "129;16", "children": []}, {"name": null, "role": "AXStaticText", "description": null, "role_description": "text", "value": " ", "position": "830.00;6595.00", "size": "49;16", "children": []}]}, {"name": null, "role": "AXRow", "description": null, "role_description": "outline row", "value": null, "position": "200.00;6612.00", "size": "695;17", "children": [{"name": null, "role": "AXStaticText", "description": null, "role_description": "text", "value": "Create a new ValuePin", "position": "218.00;6612.00", "size": "221;16", "children": []}, {"name": null, "role": "AXStaticText", "description": null, "role_description": "text", "value": "", "position": "440.00;6612.00", "size": "129;16", "children": []}, {"name": null, "role": "AXStaticText", "description": null, "role_description": "text", "value": "", "position": "570.00;6612.00", "size": "129;16", "children": []}, {"name": null, "role": "AXStaticText", "description": null, "role_description": "text", "value": "Commands for the creation of UML elements", "position": "700.00;6612.00", "size": "129;16", "children": []}, {"name": null, "role": "AXStaticText", "description": null, "role_description": "text", "value": " ", "position": "830.00;6612.00", "size": "49;16", "children": []}]}, {"name": null, "role": "AXRow", "description": null, "role_description": "outline row", "value": null, "position": "200.00;6629.00", "size": "695;17", "children": [{"name": null, "role": "AXStaticText", "description": null, "role_description": "text", "value": "Create a new ValueSpecificationAction", "position": "218.00;6629.00", "size": "221;16", "children": []}, {"name": null, "role": "AXStaticText", "description": null, "role_description": "text", "value": "", "position": "440.00;6629.00", "size": "129;16", "children": []}, {"name": null, "role": "AXStaticText", "description": null, "role_description": "text", "value": "", "position": "570.00;6629.00", "size": "129;16", "children": []}, {"name": null, "role": "AXStaticText", "description": null, "role_description": "text", "value": "Commands for the creation of UML elements", "position": "700.00;6629.00", "size": "129;16", "children": []}, {"name": null, "role": "AXStaticText", "description": null, "role_description": "text", "value": " ", "position": "830.00;6629.00", "size": "49;16", "children": []}]}, {"name": null, "role": "AXRow", "description": null, "role_description": "outline row", "value": null, "position": "200.00;6646.00", "size": "695;17", "children": [{"name": null, "role": "AXStaticText", "description": null, "role_description": "text", "value": "Create a new Variable", "position": "218.00;6646.00", "size": "221;16", "children": []}, {"name": null, "role": "AXStaticText", "description": null, "role_description": "text", "value": "", "position": "440.00;6646.00", "size": "129;16", "children": []}, {"name": null, "role": "AXStaticText", "description": null, "role_description": "text", "value": "", "position": "570.00;6646.00", "size": "129;16", "children": []}, {"name": null, "role": "AXStaticText", "description": null, "role_description": "text", "value": "Commands for the creation of UML elements", "position": "700.00;6646.00", "size": "129;16", "children": []}, {"name": null, "role": "AXStaticText", "description": null, "role_description": "text", "value": " ", "position": "830.00;6646.00", "size": "49;16", "children": []}]}, {"name": null, "role": "AXRow", "description": null, "role_description": "outline row", "value": null, "position": "200.00;6663.00", "size": "695;17", "children": [{"name": null, "role": "AXStaticText", "description": null, "role_description": "text", "value": "Create a new Views Table", "position": "218.00;6663.00", "size": "221;16", "children": []}, {"name": null, "role": "AXStaticText", "description": null, "role_description": "text", "value": "", "position": "440.00;6663.00", "size": "129;16", "children": []}, {"name": null, "role": "AXStaticText", "description": null, "role_description": "text", "value": "", "position": "570.00;6663.00", "size": "129;16", "children": []}, {"name": null, "role": "AXStaticText", "description": null, "role_description": "text", "value": "Papyrus Category", "position": "700.00;6663.00", "size": "129;16", "children": []}, {"name": null, "role": "AXStaticText", "description": null, "role_description": "text", "value": " ", "position": "830.00;6663.00", "size": "49;16", "children": []}]}, {"name": null, "role": "AXRow", "description": null, "role_description": "outline row", "value": null, "position": "200.00;6680.00", "size": "695;17", "children": [{"name": null, "role": "AXStaticText", "description": null, "role_description": "text", "value": "Create a new Views Table", "position": "218.00;6680.00", "size": "221;16", "children": []}, {"name": null, "role": "AXStaticText", "description": null, "role_description": "text", "value": "", "position": "440.00;6680.00", "size": "129;16", "children": []}, {"name": null, "role": "AXStaticText", "description": null, "role_description": "text", "value": "", "position": "570.00;6680.00", "size": "129;16", "children": []}, {"name": null, "role": "AXStaticText", "description": null, "role_description": "text", "value": "Papyrus Category", "position": "700.00;6680.00", "size": "129;16", "children": []}, {"name": null, "role": "AXStaticText", "description": null, "role_description": "text", "value": " ", "position": "830.00;6680.00", "size": "49;16", "children": []}]}, {"name": null, "role": "AXRow", "description": null, "role_description": "outline row", "value": null, "position": "200.00;6697.00", "size": "695;17", "children": [{"name": null, "role": "AXStaticText", "description": null, "role_description": "text", "value": "Create a Repository Group", "position": "218.00;6697.00", "size": "221;16", "children": []}, {"name": null, "role": "AXStaticText", "description": null, "role_description": "text", "value": "", "position": "440.00;6697.00", "size": "129;16", "children": []}, {"name": null, "role": "AXStaticText", "description": null, "role_description": "text", "value": "", "position": "570.00;6697.00", "size": "129;16", "children": []}, {"name": null, "role": "AXStaticText", "description": null, "role_description": "text", "value": "Git", "position": "700.00;6697.00", "size": "129;16", "children": []}, {"name": null, "role": "AXStaticText", "description": null, "role_description": "text", "value": " ", "position": "830.00;6697.00", "size": "49;16", "children": []}]}, {"name": null, "role": "AXRow", "description": null, "role_description": "outline row", "value": null, "position": "200.00;6714.00", "size": "695;17", "children": [{"name": null, "role": "AXStaticText", "description": null, "role_description": "text", "value": "Create Branch...", "position": "218.00;6714.00", "size": "221;16", "children": []}, {"name": null, "role": "AXStaticText", "description": null, "role_description": "text", "value": "", "position": "440.00;6714.00", "size": "129;16", "children": []}, {"name": null, "role": "AXStaticText", "description": null, "role_description": "text", "value": "", "position": "570.00;6714.00", "size": "129;16", "children": []}, {"name": null, "role": "AXStaticText", "description": null, "role_description": "text", "value": "Git", "position": "700.00;6714.00", "size": "129;16", "children": []}, {"name": null, "role": "AXStaticText", "description": null, "role_description": "text", "value": " ", "position": "830.00;6714.00", "size": "49;16", "children": []}]}, {"name": null, "role": "AXRow", "description": null, "role_description": "outline row", "value": null, "position": "200.00;6731.00", "size": "695;17", "children": [{"name": null, "role": "AXStaticText", "description": null, "role_description": "text", "value": "Create Dynamic Diagram Command", "position": "218.00;6731.00", "size": "221;16", "children": []}, {"name": null, "role": "AXStaticText", "description": null, "role_description": "text", "value": "", "position": "440.00;6731.00", "size": "129;16", "children": []}, {"name": null, "role": "AXStaticText", "description": null, "role_description": "text", "value": "", "position": "570.00;6731.00", "size": "129;16", "children": []}, {"name": null, "role": "AXStaticText", "description": null, "role_description": "text", "value": "Dynamic Creation Commands", "position": "700.00;6731.00", "size": "129;16", "children": []}, {"name": null, "role": "AXStaticText", "description": null, "role_description": "text", "value": " ", "position": "830.00;6731.00", "size": "49;16", "children": []}]}, {"name": null, "role": "AXRow", "description": null, "role_description": "outline row", "value": null, "position": "200.00;6748.00", "size": "695;17", "children": [{"name": null, "role": "AXStaticText", "description": null, "role_description": "text", "value": "Create Dynamic Table Command", "position": "218.00;6748.00", "size": "221;16", "children": []}, {"name": null, "role": "AXStaticText", "description": null, "role_description": "text", "value": "", "position": "440.00;6748.00", "size": "129;16", "children": []}, {"name": null, "role": "AXStaticText", "description": null, "role_description": "text", "value": "", "position": "570.00;6748.00", "size": "129;16", "children": []}, {"name": null, "role": "AXStaticText", "description": null, "role_description": "text", "value": "Dynamic Creation Commands", "position": "700.00;6748.00", "size": "129;16", "children": []}, {"name": null, "role": "AXStaticText", "description": null, "role_description": "text", "value": " ", "position": "830.00;6748.00", "size": "49;16", "children": []}]}, {"name": null, "role": "AXRow", "description": null, "role_description": "outline row", "value": null, "position": "200.00;6765.00", "size": "695;17", "children": [{"name": null, "role": "AXStaticText", "description": null, "role_description": "text", "value": "Create Patch...", "position": "218.00;6765.00", "size": "221;16", "children": []}, {"name": null, "role": "AXStaticText", "description": null, "role_description": "text", "value": "", "position": "440.00;6765.00", "size": "129;16", "children": []}, {"name": null, "role": "AXStaticText", "description": null, "role_description": "text", "value": "", "position": "570.00;6765.00", "size": "129;16", "children": []}, {"name": null, "role": "AXStaticText", "description": null, "role_description": "text", "value": "Git", "position": "700.00;6765.00", "size": "129;16", "children": []}, {"name": null, "role": "AXStaticText", "description": null, "role_description": "text", "value": " ", "position": "830.00;6765.00", "size": "49;16", "children": []}]}, {"name": null, "role": "AXRow", "description": null, "role_description": "outline row", "value": null, "position": "200.00;6782.00", "size": "695;17", "children": [{"name": null, "role": "AXStaticText", "description": null, "role_description": "text", "value": "Create Remote...", "position": "218.00;6782.00", "size": "221;16", "children": []}, {"name": null, "role": "AXStaticText", "description": null, "role_description": "text", "value": "", "position": "440.00;6782.00", "size": "129;16", "children": []}, {"name": null, "role": "AXStaticText", "description": null, "role_description": "text", "value": "", "position": "570.00;6782.00", "size": "129;16", "children": []}, {"name": null, "role": "AXStaticText", "description": null, "role_description": "text", "value": "Git", "position": "700.00;6782.00", "size": "129;16", "children": []}, {"name": null, "role": "AXStaticText", "description": null, "role_description": "text", "value": " ", "position": "830.00;6782.00", "size": "49;16", "children": []}]}, {"name": null, "role": "AXRow", "description": null, "role_description": "outline row", "value": null, "position": "200.00;6799.00", "size": "695;17", "children": [{"name": null, "role": "AXStaticText", "description": null, "role_description": "text", "value": "Create Script", "position": "218.00;6799.00", "size": "221;16", "children": []}, {"name": null, "role": "AXStaticText", "description": null, "role_description": "text", "value": "", "position": "440.00;6799.00", "size": "129;16", "children": []}, {"name": null, "role": "AXStaticText", "description": null, "role_description": "text", "value": "", "position": "570.00;6799.00", "size": "129;16", "children": []}, {"name": null, "role": "AXStaticText", "description": null, "role_description": "text", "value": "Refactor - Java", "position": "700.00;6799.00", "size": "129;16", "children": []}, {"name": null, "role": "AXStaticText", "description": null, "role_description": "text", "value": " ", "position": "830.00;6799.00", "size": "49;16", "children": []}]}, {"name": null, "role": "AXRow", "description": null, "role_description": "outline row", "value": null, "position": "200.00;6816.00", "size": "695;17", "children": [{"name": null, "role": "AXStaticText", "description": null, "role_description": "text", "value": "Create Tag...", "position": "218.00;6816.00", "size": "221;16", "children": []}, {"name": null, "role": "AXStaticText", "description": null, "role_description": "text", "value": "", "position": "440.00;6816.00", "size": "129;16", "children": []}, {"name": null, "role": "AXStaticText", "description": null, "role_description": "text", "value": "", "position": "570.00;6816.00", "size": "129;16", "children": []}, {"name": null, "role": "AXStaticText", "description": null, "role_description": "text", "value": "Git", "position": "700.00;6816.00", "size": "129;16", "children": []}, {"name": null, "role": "AXStaticText", "description": null, "role_description": "text", "value": " ", "position": "830.00;6816.00", "size": "49;16", "children": []}]}, {"name": null, "role": "AXRow", "description": null, "role_description": "outline row", "value": null, "position": "200.00;6833.00", "size": "695;17", "children": [{"name": null, "role": "AXStaticText", "description": null, "role_description": "text", "value": "Customize Model Explorer", "position": "218.00;6833.00", "size": "221;16", "children": []}, {"name": null, "role": "AXStaticText", "description": null, "role_description": "text", "value": "", "position": "440.00;6833.00", "size": "129;16", "children": []}, {"name": null, "role": "AXStaticText", "description": null, "role_description": "text", "value": "", "position": "570.00;6833.00", "size": "129;16", "children": []}, {"name": null, "role": "AXStaticText", "description": null, "role_description": "text", "value": "Papyrus Category", "position": "700.00;6833.00", "size": "129;16", "children": []}, {"name": null, "role": "AXStaticText", "description": null, "role_description": "text", "value": " ", "position": "830.00;6833.00", "size": "49;16", "children": []}]}, {"name": null, "role": "AXRow", "description": null, "role_description": "outline row", "value": null, "position": "200.00;6850.00", "size": "695;17", "children": [{"name": null, "role": "AXStaticText", "description": null, "role_description": "text", "value": "Customize Perspective", "position": "218.00;6850.00", "size": "221;16", "children": []}, {"name": null, "role": "AXStaticText", "description": null, "role_description": "text", "value": "", "position": "440.00;6850.00", "size": "129;16", "children": []}, {"name": null, "role": "AXStaticText", "description": null, "role_description": "text", "value": "", "position": "570.00;6850.00", "size": "129;16", "children": []}, {"name": null, "role": "AXStaticText", "description": null, "role_description": "text", "value": "Window", "position": "700.00;6850.00", "size": "129;16", "children": []}, {"name": null, "role": "AXStaticText", "description": null, "role_description": "text", "value": " ", "position": "830.00;6850.00", "size": "49;16", "children": []}]}, {"name": null, "role": "AXRow", "description": null, "role_description": "outline row", "value": null, "position": "200.00;6867.00", "size": "695;17", "children": [{"name": null, "role": "AXStaticText", "description": null, "role_description": "text", "value": "Cut", "position": "218.00;6867.00", "size": "221;16", "children": []}, {"name": null, "role": "AXStaticText", "description": null, "role_description": "text", "value": "⌘X", "position": "440.00;6867.00", "size": "129;16", "children": []}, {"name": null, "role": "AXStaticText", "description": null, "role_description": "text", "value": "Diagram Editing", "position": "570.00;6867.00", "size": "129;16", "children": []}, {"name": null, "role": "AXStaticText", "description": null, "role_description": "text", "value": "Edit", "position": "700.00;6867.00", "size": "129;16", "children": []}, {"name": null, "role": "AXStaticText", "description": null, "role_description": "text", "value": " ", "position": "830.00;6867.00", "size": "49;16", "children": []}]}, {"name": null, "role": "AXRow", "description": null, "role_description": "outline row", "value": null, "position": "200.00;6884.00", "size": "695;17", "children": [{"name": null, "role": "AXStaticText", "description": null, "role_description": "text", "value": "Cut", "position": "218.00;6884.00", "size": "221;16", "children": []}, {"name": null, "role": "AXStaticText", "description": null, "role_description": "text", "value": "⌘X", "position": "440.00;6884.00", "size": "129;16", "children": []}, {"name": null, "role": "AXStaticText", "description": null, "role_description": "text", "value": "In Dialogs and Windows", "position": "570.00;6884.00", "size": "129;16", "children": []}, {"name": null, "role": "AXStaticText", "description": null, "role_description": "text", "value": "Edit", "position": "700.00;6884.00", "size": "129;16", "children": []}, {"name": null, "role": "AXStaticText", "description": null, "role_description": "text", "value": " ", "position": "830.00;6884.00", "size": "49;16", "children": []}]}, {"name": null, "role": "AXRow", "description": null, "role_description": "outline row", "value": null, "position": "200.00;6901.00", "size": "695;17", "children": [{"name": null, "role": "AXStaticText", "description": null, "role_description": "text", "value": "Cut Line", "position": "218.00;6901.00", "size": "221;16", "children": []}, {"name": null, "role": "AXStaticText", "description": null, "role_description": "text", "value": "", "position": "440.00;6901.00", "size": "129;16", "children": []}, {"name": null, "role": "AXStaticText", "description": null, "role_description": "text", "value": "", "position": "570.00;6901.00", "size": "129;16", "children": []}, {"name": null, "role": "AXStaticText", "description": null, "role_description": "text", "value": "Text Editing", "position": "700.00;6901.00", "size": "129;16", "children": []}, {"name": null, "role": "AXStaticText", "description": null, "role_description": "text", "value": " ", "position": "830.00;6901.00", "size": "49;16", "children": []}]}, {"name": null, "role": "AXRow", "description": null, "role_description": "outline row", "value": null, "position": "200.00;6918.00", "size": "695;17", "children": [{"name": null, "role": "AXStaticText", "description": null, "role_description": "text", "value": "Cut to Beginning of Line", "position": "218.00;6918.00", "size": "221;16", "children": []}, {"name": null, "role": "AXStaticText", "description": null, "role_description": "text", "value": "", "position": "440.00;6918.00", "size": "129;16", "children": []}, {"name": null, "role": "AXStaticText", "description": null, "role_description": "text", "value": "", "position": "570.00;6918.00", "size": "129;16", "children": []}, {"name": null, "role": "AXStaticText", "description": null, "role_description": "text", "value": "Text Editing", "position": "700.00;6918.00", "size": "129;16", "children": []}, {"name": null, "role": "AXStaticText", "description": null, "role_description": "text", "value": " ", "position": "830.00;6918.00", "size": "49;16", "children": []}]}, {"name": null, "role": "AXRow", "description": null, "role_description": "outline row", "value": null, "position": "200.00;6935.00", "size": "695;17", "children": [{"name": null, "role": "AXStaticText", "description": null, "role_description": "text", "value": "Cut to End of Line", "position": "218.00;6935.00", "size": "221;16", "children": []}, {"name": null, "role": "AXStaticText", "description": null, "role_description": "text", "value": "", "position": "440.00;6935.00", "size": "129;16", "children": []}, {"name": null, "role": "AXStaticText", "description": null, "role_description": "text", "value": "", "position": "570.00;6935.00", "size": "129;16", "children": []}, {"name": null, "role": "AXStaticText", "description": null, "role_description": "text", "value": "Text Editing", "position": "700.00;6935.00", "size": "129;16", "children": []}, {"name": null, "role": "AXStaticText", "description": null, "role_description": "text", "value": " ", "position": "830.00;6935.00", "size": "49;16", "children": []}]}, {"name": null, "role": "AXRow", "description": null, "role_description": "outline row", "value": null, "position": "200.00;6952.00", "size": "695;17", "children": [{"name": null, "role": "AXStaticText", "description": null, "role_description": "text", "value": "Cycle Revision Coloring Mode", "position": "218.00;6952.00", "size": "221;16", "children": []}, {"name": null, "role": "AXStaticText", "description": null, "role_description": "text", "value": "", "position": "440.00;6952.00", "size": "129;16", "children": []}, {"name": null, "role": "AXStaticText", "description": null, "role_description": "text", "value": "", "position": "570.00;6952.00", "size": "129;16", "children": []}, {"name": null, "role": "AXStaticText", "description": null, "role_description": "text", "value": "Text Editing", "position": "700.00;6952.00", "size": "129;16", "children": []}, {"name": null, "role": "AXStaticText", "description": null, "role_description": "text", "value": " ", "position": "830.00;6952.00", "size": "49;16", "children": []}]}, {"name": null, "role": "AXRow", "description": null, "role_description": "outline row", "value": null, "position": "200.00;6969.00", "size": "695;17", "children": [{"name": null, "role": "AXStaticText", "description": null, "role_description": "text", "value": "Debug", "position": "218.00;6969.00", "size": "221;16", "children": []}, {"name": null, "role": "AXStaticText", "description": null, "role_description": "text", "value": "", "position": "440.00;6969.00", "size": "129;16", "children": []}, {"name": null, "role": "AXStaticText", "description": null, "role_description": "text", "value": "", "position": "570.00;6969.00", "size": "129;16", "children": []}, {"name": null, "role": "AXStaticText", "description": null, "role_description": "text", "value": "Perspectives", "position": "700.00;6969.00", "size": "129;16", "children": []}, {"name": null, "role": "AXStaticText", "description": null, "role_description": "text", "value": " ", "position": "830.00;6969.00", "size": "49;16", "children": []}]}, {"name": null, "role": "AXRow", "description": null, "role_description": "outline row", "value": null, "position": "200.00;6986.00", "size": "695;17", "children": [{"name": null, "role": "AXStaticText", "description": null, "role_description": "text", "value": "Debug", "position": "218.00;6986.00", "size": "221;16", "children": []}, {"name": null, "role": "AXStaticText", "description": null, "role_description": "text", "value": "⌘F11", "position": "440.00;6986.00", "size": "129;16", "children": []}, {"name": null, "role": "AXStaticText", "description": null, "role_description": "text", "value": "In Windows", "position": "570.00;6986.00", "size": "129;16", "children": []}, {"name": null, "role": "AXStaticText", "description": null, "role_description": "text", "value": "Run/Debug", "position": "700.00;6986.00", "size": "129;16", "children": []}, {"name": null, "role": "AXStaticText", "description": null, "role_description": "text", "value": " ", "position": "830.00;6986.00", "size": "49;16", "children": []}]}, {"name": null, "role": "AXRow", "description": null, "role_description": "outline row", "value": null, "position": "200.00;7003.00", "size": "695;17", "children": [{"name": null, "role": "AXStaticText", "description": null, "role_description": "text", "value": "Debug...", "position": "218.00;7003.00", "size": "221;16", "children": []}, {"name": null, "role": "AXStaticText", "description": null, "role_description": "text", "value": "", "position": "440.00;7003.00", "size": "129;16", "children": []}, {"name": null, "role": "AXStaticText", "description": null, "role_description": "text", "value": "", "position": "570.00;7003.00", "size": "129;16", "children": []}, {"name": null, "role": "AXStaticText", "description": null, "role_description": "text", "value": "Run/Debug", "position": "700.00;7003.00", "size": "129;16", "children": []}, {"name": null, "role": "AXStaticText", "description": null, "role_description": "text", "value": " ", "position": "830.00;7003.00", "size": "49;16", "children": []}]}, {"name": null, "role": "AXRow", "description": null, "role_description": "outline row", "value": null, "position": "200.00;7020.00", "size": "695;17", "children": [{"name": null, "role": "AXStaticText", "description": null, "role_description": "text", "value": "Debug Ant Build", "position": "218.00;7020.00", "size": "221;16", "children": []}, {"name": null, "role": "AXStaticText", "description": null, "role_description": "text", "value": "⌃⌥⌘D Q", "position": "440.00;7020.00", "size": "129;16", "children": []}, {"name": null, "role": "AXStaticText", "description": null, "role_description": "text", "value": "In Windows", "position": "570.00;7020.00", "size": "129;16", "children": []}, {"name": null, "role": "AXStaticText", "description": null, "role_description": "text", "value": "Run/Debug", "position": "700.00;7020.00", "size": "129;16", "children": []}, {"name": null, "role": "AXStaticText", "description": null, "role_description": "text", "value": " ", "position": "830.00;7020.00", "size": "49;16", "children": []}]}, {"name": null, "role": "AXRow", "description": null, "role_description": "outline row", "value": null, "position": "200.00;7037.00", "size": "695;17", "children": [{"name": null, "role": "AXStaticText", "description": null, "role_description": "text", "value": "Debug Eclipse Application", "position": "218.00;7037.00", "size": "221;16", "children": []}, {"name": null, "role": "AXStaticText", "description": null, "role_description": "text", "value": "⌃⌥⌘D E", "position": "440.00;7037.00", "size": "129;16", "children": []}, {"name": null, "role": "AXStaticText", "description": null, "role_description": "text", "value": "In Windows", "position": "570.00;7037.00", "size": "129;16", "children": []}, {"name": null, "role": "AXStaticText", "description": null, "role_description": "text", "value": "Run/Debug", "position": "700.00;7037.00", "size": "129;16", "children": []}, {"name": null, "role": "AXStaticText", "description": null, "role_description": "text", "value": " ", "position": "830.00;7037.00", "size": "49;16", "children": []}]}, {"name": null, "role": "AXRow", "description": null, "role_description": "outline row", "value": null, "position": "200.00;7054.00", "size": "695;17", "children": [{"name": null, "role": "AXStaticText", "description": null, "role_description": "text", "value": "Debug Java Applet", "position": "218.00;7054.00", "size": "221;16", "children": []}, {"name": null, "role": "AXStaticText", "description": null, "role_description": "text", "value": "⌃⌥⌘D A", "position": "440.00;7054.00", "size": "129;16", "children": []}, {"name": null, "role": "AXStaticText", "description": null, "role_description": "text", "value": "In Windows", "position": "570.00;7054.00", "size": "129;16", "children": []}, {"name": null, "role": "AXStaticText", "description": null, "role_description": "text", "value": "Run/Debug", "position": "700.00;7054.00", "size": "129;16", "children": []}, {"name": null, "role": "AXStaticText", "description": null, "role_description": "text", "value": " ", "position": "830.00;7054.00", "size": "49;16", "children": []}]}, {"name": null, "role": "AXRow", "description": null, "role_description": "outline row", "value": null, "position": "200.00;7071.00", "size": "695;17", "children": [{"name": null, "role": "AXStaticText", "description": null, "role_description": "text", "value": "Debug Java Application", "position": "218.00;7071.00", "size": "221;16", "children": []}, {"name": null, "role": "AXStaticText", "description": null, "role_description": "text", "value": "⌃⌥⌘D J", "position": "440.00;7071.00", "size": "129;16", "children": []}, {"name": null, "role": "AXStaticText", "description": null, "role_description": "text", "value": "In Windows", "position": "570.00;7071.00", "size": "129;16", "children": []}, {"name": null, "role": "AXStaticText", "description": null, "role_description": "text", "value": "Run/Debug", "position": "700.00;7071.00", "size": "129;16", "children": []}, {"name": null, "role": "AXStaticText", "description": null, "role_description": "text", "value": " ", "position": "830.00;7071.00", "size": "49;16", "children": []}]}, {"name": null, "role": "AXRow", "description": null, "role_description": "outline row", "value": null, "position": "200.00;7088.00", "size": "695;17", "children": [{"name": null, "role": "AXStaticText", "description": null, "role_description": "text", "value": "Debug JUnit Plug-in Test", "position": "218.00;7088.00", "size": "221;16", "children": []}, {"name": null, "role": "AXStaticText", "description": null, "role_description": "text", "value": "⌃⌥⌘D P", "position": "440.00;7088.00", "size": "129;16", "children": []}, {"name": null, "role": "AXStaticText", "description": null, "role_description": "text", "value": "In Windows", "position": "570.00;7088.00", "size": "129;16", "children": []}, {"name": null, "role": "AXStaticText", "description": null, "role_description": "text", "value": "Run/Debug", "position": "700.00;7088.00", "size": "129;16", "children": []}, {"name": null, "role": "AXStaticText", "description": null, "role_description": "text", "value": " ", "position": "830.00;7088.00", "size": "49;16", "children": []}]}, {"name": null, "role": "AXRow", "description": null, "role_description": "outline row", "value": null, "position": "200.00;7105.00", "size": "695;17", "children": [{"name": null, "role": "AXStaticText", "description": null, "role_description": "text", "value": "Debug JUnit Test", "position": "218.00;7105.00", "size": "221;16", "children": []}, {"name": null, "role": "AXStaticText", "description": null, "role_description": "text", "value": "⌃⌥⌘D T", "position": "440.00;7105.00", "size": "129;16", "children": []}, {"name": null, "role": "AXStaticText", "description": null, "role_description": "text", "value": "In Windows", "position": "570.00;7105.00", "size": "129;16", "children": []}, {"name": null, "role": "AXStaticText", "description": null, "role_description": "text", "value": "Run/Debug", "position": "700.00;7105.00", "size": "129;16", "children": []}, {"name": null, "role": "AXStaticText", "description": null, "role_description": "text", "value": " ", "position": "830.00;7105.00", "size": "49;16", "children": []}]}, {"name": null, "role": "AXRow", "description": null, "role_description": "outline row", "value": null, "position": "200.00;7122.00", "size": "695;17", "children": [{"name": null, "role": "AXStaticText", "description": null, "role_description": "text", "value": "Debug OSGi Framework", "position": "218.00;7122.00", "size": "221;16", "children": []}, {"name": null, "role": "AXStaticText", "description": null, "role_description": "text", "value": "⌃⌥⌘D O", "position": "440.00;7122.00", "size": "129;16", "children": []}, {"name": null, "role": "AXStaticText", "description": null, "role_description": "text", "value": "In Windows", "position": "570.00;7122.00", "size": "129;16", "children": []}, {"name": null, "role": "AXStaticText", "description": null, "role_description": "text", "value": "Run/Debug", "position": "700.00;7122.00", "size": "129;16", "children": []}, {"name": null, "role": "AXStaticText", "description": null, "role_description": "text", "value": " ", "position": "830.00;7122.00", "size": "49;16", "children": []}]}, {"name": null, "role": "AXRow", "description": null, "role_description": "outline row", "value": null, "position": "200.00;7139.00", "size": "695;17", "children": [{"name": null, "role": "AXStaticText", "description": null, "role_description": "text", "value": "Declaration in Hierarchy", "position": "218.00;7139.00", "size": "221;16", "children": []}, {"name": null, "role": "AXStaticText", "description": null, "role_description": "text", "value": "", "position": "440.00;7139.00", "size": "129;16", "children": []}, {"name": null, "role": "AXStaticText", "description": null, "role_description": "text", "value": "", "position": "570.00;7139.00", "size": "129;16", "children": []}, {"name": null, "role": "AXStaticText", "description": null, "role_description": "text", "value": "Search", "position": "700.00;7139.00", "size": "129;16", "children": []}, {"name": null, "role": "AXStaticText", "description": null, "role_description": "text", "value": " ", "position": "830.00;7139.00", "size": "49;16", "children": []}]}, {"name": null, "role": "AXRow", "description": null, "role_description": "outline row", "value": null, "position": "200.00;7156.00", "size": "695;17", "children": [{"name": null, "role": "AXStaticText", "description": null, "role_description": "text", "value": "Declaration in Project", "position": "218.00;7156.00", "size": "221;16", "children": []}, {"name": null, "role": "AXStaticText", "description": null, "role_description": "text", "value": "", "position": "440.00;7156.00", "size": "129;16", "children": []}, {"name": null, "role": "AXStaticText", "description": null, "role_description": "text", "value": "", "position": "570.00;7156.00", "size": "129;16", "children": []}, {"name": null, "role": "AXStaticText", "description": null, "role_description": "text", "value": "Search", "position": "700.00;7156.00", "size": "129;16", "children": []}, {"name": null, "role": "AXStaticText", "description": null, "role_description": "text", "value": " ", "position": "830.00;7156.00", "size": "49;16", "children": []}]}, {"name": null, "role": "AXRow", "description": null, "role_description": "outline row", "value": null, "position": "200.00;7173.00", "size": "695;17", "children": [{"name": null, "role": "AXStaticText", "description": null, "role_description": "text", "value": "Declaration in Working Set", "position": "218.00;7173.00", "size": "221;16", "children": []}, {"name": null, "role": "AXStaticText", "description": null, "role_description": "text", "value": "", "position": "440.00;7173.00", "size": "129;16", "children": []}, {"name": null, "role": "AXStaticText", "description": null, "role_description": "text", "value": "", "position": "570.00;7173.00", "size": "129;16", "children": []}, {"name": null, "role": "AXStaticText", "description": null, "role_description": "text", "value": "Search", "position": "700.00;7173.00", "size": "129;16", "children": []}, {"name": null, "role": "AXStaticText", "description": null, "role_description": "text", "value": " ", "position": "830.00;7173.00", "size": "49;16", "children": []}]}, {"name": null, "role": "AXRow", "description": null, "role_description": "outline row", "value": null, "position": "200.00;7190.00", "size": "695;17", "children": [{"name": null, "role": "AXStaticText", "description": null, "role_description": "text", "value": "Declaration in Workspace", "position": "218.00;7190.00", "size": "221;16", "children": []}, {"name": null, "role": "AXStaticText", "description": null, "role_description": "text", "value": "⌘G", "position": "440.00;7190.00", "size": "129;16", "children": []}, {"name": null, "role": "AXStaticText", "description": null, "role_description": "text", "value": "In Windows", "position": "570.00;7190.00", "size": "129;16", "children": []}, {"name": null, "role": "AXStaticText", "description": null, "role_description": "text", "value": "Search", "position": "700.00;7190.00", "size": "129;16", "children": []}, {"name": null, "role": "AXStaticText", "description": null, "role_description": "text", "value": " ", "position": "830.00;7190.00", "size": "49;16", "children": []}]}, {"name": null, "role": "AXRow", "description": null, "role_description": "outline row", "value": null, "position": "200.00;7207.00", "size": "695;17", "children": [{"name": null, "role": "AXStaticText", "description": null, "role_description": "text", "value": "Define theme", "position": "218.00;7207.00", "size": "221;16", "children": []}, {"name": null, "role": "AXStaticText", "description": null, "role_description": "text", "value": "", "position": "440.00;7207.00", "size": "129;16", "children": []}, {"name": null, "role": "AXStaticText", "description": null, "role_description": "text", "value": "", "position": "570.00;7207.00", "size": "129;16", "children": []}, {"name": null, "role": "AXStaticText", "description": null, "role_description": "text", "value": "CSS Theme", "position": "700.00;7207.00", "size": "129;16", "children": []}, {"name": null, "role": "AXStaticText", "description": null, "role_description": "text", "value": " ", "position": "830.00;7207.00", "size": "49;16", "children": []}]}, {"name": null, "role": "AXRow", "description": null, "role_description": "outline row", "value": null, "position": "200.00;7224.00", "size": "695;17", "children": [{"name": null, "role": "AXStaticText", "description": null, "role_description": "text", "value": "Delete", "position": "218.00;7224.00", "size": "221;16", "children": []}, {"name": null, "role": "AXStaticText", "description": null, "role_description": "text", "value": "", "position": "440.00;7224.00", "size": "129;16", "children": []}, {"name": null, "role": "AXStaticText", "description": null, "role_description": "text", "value": "", "position": "570.00;7224.00", "size": "129;16", "children": []}, {"name": null, "role": "AXStaticText", "description": null, "role_description": "text", "value": "Papyrus Category", "position": "700.00;7224.00", "size": "129;16", "children": []}, {"name": null, "role": "AXStaticText", "description": null, "role_description": "text", "value": " ", "position": "830.00;7224.00", "size": "49;16", "children": []}]}, {"name": null, "role": "AXRow", "description": null, "role_description": "outline row", "value": null, "position": "200.00;7241.00", "size": "695;17", "children": [{"name": null, "role": "AXStaticText", "description": null, "role_description": "text", "value": "Delete", "position": "218.00;7241.00", "size": "221;16", "children": []}, {"name": null, "role": "AXStaticText", "description": null, "role_description": "text", "value": "⌦", "position": "440.00;7241.00", "size": "129;16", "children": []}, {"name": null, "role": "AXStaticText", "description": null, "role_description": "text", "value": "In Windows", "position": "570.00;7241.00", "size": "129;16", "children": []}, {"name": null, "role": "AXStaticText", "description": null, "role_description": "text", "value": "Edit", "position": "700.00;7241.00", "size": "129;16", "children": []}, {"name": null, "role": "AXStaticText", "description": null, "role_description": "text", "value": " ", "position": "830.00;7241.00", "size": "49;16", "children": []}]}, {"name": null, "role": "AXRow", "description": null, "role_description": "outline row", "value": null, "position": "200.00;7258.00", "size": "695;17", "children": [{"name": null, "role": "AXStaticText", "description": null, "role_description": "text", "value": "Delete Branch", "position": "218.00;7258.00", "size": "221;16", "children": []}, {"name": null, "role": "AXStaticText", "description": null, "role_description": "text", "value": "", "position": "440.00;7258.00", "size": "129;16", "children": []}, {"name": null, "role": "AXStaticText", "description": null, "role_description": "text", "value": "", "position": "570.00;7258.00", "size": "129;16", "children": []}, {"name": null, "role": "AXStaticText", "description": null, "role_description": "text", "value": "Git", "position": "700.00;7258.00", "size": "129;16", "children": []}, {"name": null, "role": "AXStaticText", "description": null, "role_description": "text", "value": " ", "position": "830.00;7258.00", "size": "49;16", "children": []}]}, {"name": null, "role": "AXRow", "description": null, "role_description": "outline row", "value": null, "position": "200.00;7275.00", "size": "695;17", "children": [{"name": null, "role": "AXStaticText", "description": null, "role_description": "text", "value": "Delete From Diagram Command", "position": "218.00;7275.00", "size": "221;16", "children": []}, {"name": null, "role": "AXStaticText", "description": null, "role_description": "text", "value": "⇧⌦", "position": "440.00;7275.00", "size": "129;16", "children": []}, {"name": null, "role": "AXStaticText", "description": null, "role_description": "text", "value": "Diagram Editing", "position": "570.00;7275.00", "size": "129;16", "children": []}, {"name": null, "role": "AXStaticText", "description": null, "role_description": "text", "value": "Papyrus Category", "position": "700.00;7275.00", "size": "129;16", "children": []}, {"name": null, "role": "AXStaticText", "description": null, "role_description": "text", "value": " ", "position": "830.00;7275.00", "size": "49;16", "children": []}]}, {"name": null, "role": "AXRow", "description": null, "role_description": "outline row", "value": null, "position": "200.00;7292.00", "size": "695;17", "children": [{"name": null, "role": "AXStaticText", "description": null, "role_description": "text", "value": "Delete Line", "position": "218.00;7292.00", "size": "221;16", "children": []}, {"name": null, "role": "AXStaticText", "description": null, "role_description": "text", "value": "⌘D", "position": "440.00;7292.00", "size": "129;16", "children": []}, {"name": null, "role": "AXStaticText", "description": null, "role_description": "text", "value": "Editing Text", "position": "570.00;7292.00", "size": "129;16", "children": []}, {"name": null, "role": "AXStaticText", "description": null, "role_description": "text", "value": "Text Editing", "position": "700.00;7292.00", "size": "129;16", "children": []}, {"name": null, "role": "AXStaticText", "description": null, "role_description": "text", "value": " ", "position": "830.00;7292.00", "size": "49;16", "children": []}]}, {"name": null, "role": "AXRow", "description": null, "role_description": "outline row", "value": null, "position": "200.00;7309.00", "size": "695;17", "children": [{"name": null, "role": "AXStaticText", "description": null, "role_description": "text", "value": "Delete Line", "position": "218.00;7309.00", "size": "221;16", "children": []}, {"name": null, "role": "AXStaticText", "description": null, "role_description": "text", "value": "⌘D", "position": "440.00;7309.00", "size": "129;16", "children": []}, {"name": null, "role": "AXStaticText", "description": null, "role_description": "text", "value": "Embedded Xtext Editor context", "position": "570.00;7309.00", "size": "129;16", "children": []}, {"name": null, "role": "AXStaticText", "description": null, "role_description": "text", "value": "Text Editing", "position": "700.00;7309.00", "size": "129;16", "children": []}, {"name": null, "role": "AXStaticText", "description": null, "role_description": "text", "value": " ", "position": "830.00;7309.00", "size": "49;16", "children": []}]}, {"name": null, "role": "AXRow", "description": null, "role_description": "outline row", "value": null, "position": "200.00;7326.00", "size": "695;17", "children": [{"name": null, "role": "AXStaticText", "description": null, "role_description": "text", "value": "Delete Next", "position": "218.00;7326.00", "size": "221;16", "children": []}, {"name": null, "role": "AXStaticText", "description": null, "role_description": "text", "value": "", "position": "440.00;7326.00", "size": "129;16", "children": []}, {"name": null, "role": "AXStaticText", "description": null, "role_description": "text", "value": "", "position": "570.00;7326.00", "size": "129;16", "children": []}, {"name": null, "role": "AXStaticText", "description": null, "role_description": "text", "value": "Text Editing", "position": "700.00;7326.00", "size": "129;16", "children": []}, {"name": null, "role": "AXStaticText", "description": null, "role_description": "text", "value": " ", "position": "830.00;7326.00", "size": "49;16", "children": []}]}, {"name": null, "role": "AXRow", "description": null, "role_description": "outline row", "value": null, "position": "200.00;7343.00", "size": "695;17", "children": [{"name": null, "role": "AXStaticText", "description": null, "role_description": "text", "value": "Delete Next Word", "position": "218.00;7343.00", "size": "221;16", "children": []}, {"name": null, "role": "AXStaticText", "description": null, "role_description": "text", "value": "⌥⌦", "position": "440.00;7343.00", "size": "129;16", "children": []}, {"name": null, "role": "AXStaticText", "description": null, "role_description": "text", "value": "Editing Text", "position": "570.00;7343.00", "size": "129;16", "children": []}, {"name": null, "role": "AXStaticText", "description": null, "role_description": "text", "value": "Text Editing", "position": "700.00;7343.00", "size": "129;16", "children": []}, {"name": null, "role": "AXStaticText", "description": null, "role_description": "text", "value": " ", "position": "830.00;7343.00", "size": "49;16", "children": []}]}, {"name": null, "role": "AXRow", "description": null, "role_description": "outline row", "value": null, "position": "200.00;7360.00", "size": "695;17", "children": [{"name": null, "role": "AXStaticText", "description": null, "role_description": "text", "value": "Delete Next Word", "position": "218.00;7360.00", "size": "221;16", "children": []}, {"name": null, "role": "AXStaticText", "description": null, "role_description": "text", "value": "⌥⌦", "position": "440.00;7360.00", "size": "129;16", "children": []}, {"name": null, "role": "AXStaticText", "description": null, "role_description": "text", "value": "Embedded Xtext Editor context", "position": "570.00;7360.00", "size": "129;16", "children": []}, {"name": null, "role": "AXStaticText", "description": null, "role_description": "text", "value": "Text Editing", "position": "700.00;7360.00", "size": "129;16", "children": []}, {"name": null, "role": "AXStaticText", "description": null, "role_description": "text", "value": " ", "position": "830.00;7360.00", "size": "49;16", "children": []}]}, {"name": null, "role": "AXRow", "description": null, "role_description": "outline row", "value": null, "position": "200.00;7377.00", "size": "695;17", "children": [{"name": null, "role": "AXStaticText", "description": null, "role_description": "text", "value": "Delete Previous", "position": "218.00;7377.00", "size": "221;16", "children": []}, {"name": null, "role": "AXStaticText", "description": null, "role_description": "text", "value": "", "position": "440.00;7377.00", "size": "129;16", "children": []}, {"name": null, "role": "AXStaticText", "description": null, "role_description": "text", "value": "", "position": "570.00;7377.00", "size": "129;16", "children": []}, {"name": null, "role": "AXStaticText", "description": null, "role_description": "text", "value": "Text Editing", "position": "700.00;7377.00", "size": "129;16", "children": []}, {"name": null, "role": "AXStaticText", "description": null, "role_description": "text", "value": " ", "position": "830.00;7377.00", "size": "49;16", "children": []}]}, {"name": null, "role": "AXRow", "description": null, "role_description": "outline row", "value": null, "position": "200.00;7394.00", "size": "695;17", "children": [{"name": null, "role": "AXStaticText", "description": null, "role_description": "text", "value": "Delete Previous Word", "position": "218.00;7394.00", "size": "221;16", "children": []}, {"name": null, "role": "AXStaticText", "description": null, "role_description": "text", "value": "⌥⌫", "position": "440.00;7394.00", "size": "129;16", "children": []}, {"name": null, "role": "AXStaticText", "description": null, "role_description": "text", "value": "Editing Text", "position": "570.00;7394.00", "size": "129;16", "children": []}, {"name": null, "role": "AXStaticText", "description": null, "role_description": "text", "value": "Text Editing", "position": "700.00;7394.00", "size": "129;16", "children": []}, {"name": null, "role": "AXStaticText", "description": null, "role_description": "text", "value": " ", "position": "830.00;7394.00", "size": "49;16", "children": []}]}, {"name": null, "role": "AXRow", "description": null, "role_description": "outline row", "value": null, "position": "200.00;7411.00", "size": "695;17", "children": [{"name": null, "role": "AXStaticText", "description": null, "role_description": "text", "value": "Delete Previous Word", "position": "218.00;7411.00", "size": "221;16", "children": []}, {"name": null, "role": "AXStaticText", "description": null, "role_description": "text", "value": "⌥⌫", "position": "440.00;7411.00", "size": "129;16", "children": []}, {"name": null, "role": "AXStaticText", "description": null, "role_description": "text", "value": "Embedded Xtext Editor context", "position": "570.00;7411.00", "size": "129;16", "children": []}, {"name": null, "role": "AXStaticText", "description": null, "role_description": "text", "value": "Text Editing", "position": "700.00;7411.00", "size": "129;16", "children": []}, {"name": null, "role": "AXStaticText", "description": null, "role_description": "text", "value": " ", "position": "830.00;7411.00", "size": "49;16", "children": []}]}, {"name": null, "role": "AXRow", "description": null, "role_description": "outline row", "value": null, "position": "200.00;7428.00", "size": "695;17", "children": [{"name": null, "role": "AXStaticText", "description": null, "role_description": "text", "value": "Delete Remote", "position": "218.00;7428.00", "size": "221;16", "children": []}, {"name": null, "role": "AXStaticText", "description": null, "role_description": "text", "value": "", "position": "440.00;7428.00", "size": "129;16", "children": []}, {"name": null, "role": "AXStaticText", "description": null, "role_description": "text", "value": "", "position": "570.00;7428.00", "size": "129;16", "children": []}, {"name": null, "role": "AXStaticText", "description": null, "role_description": "text", "value": "Git", "position": "700.00;7428.00", "size": "129;16", "children": []}, {"name": null, "role": "AXStaticText", "description": null, "role_description": "text", "value": " ", "position": "830.00;7428.00", "size": "49;16", "children": []}]}, {"name": null, "role": "AXRow", "description": null, "role_description": "outline row", "value": null, "position": "200.00;7445.00", "size": "695;17", "children": [{"name": null, "role": "AXStaticText", "description": null, "role_description": "text", "value": "Delete Repository", "position": "218.00;7445.00", "size": "221;16", "children": []}, {"name": null, "role": "AXStaticText", "description": null, "role_description": "text", "value": "", "position": "440.00;7445.00", "size": "129;16", "children": []}, {"name": null, "role": "AXStaticText", "description": null, "role_description": "text", "value": "", "position": "570.00;7445.00", "size": "129;16", "children": []}, {"name": null, "role": "AXStaticText", "description": null, "role_description": "text", "value": "Git", "position": "700.00;7445.00", "size": "129;16", "children": []}, {"name": null, "role": "AXStaticText", "description": null, "role_description": "text", "value": " ", "position": "830.00;7445.00", "size": "49;16", "children": []}]}, {"name": null, "role": "AXRow", "description": null, "role_description": "outline row", "value": null, "position": "200.00;7462.00", "size": "695;17", "children": [{"name": null, "role": "AXStaticText", "description": null, "role_description": "text", "value": "Delete Resources", "position": "218.00;7462.00", "size": "221;16", "children": []}, {"name": null, "role": "AXStaticText", "description": null, "role_description": "text", "value": "", "position": "440.00;7462.00", "size": "129;16", "children": []}, {"name": null, "role": "AXStaticText", "description": null, "role_description": "text", "value": "", "position": "570.00;7462.00", "size": "129;16", "children": []}, {"name": null, "role": "AXStaticText", "description": null, "role_description": "text", "value": "Refactoring", "position": "700.00;7462.00", "size": "129;16", "children": []}, {"name": null, "role": "AXStaticText", "description": null, "role_description": "text", "value": " ", "position": "830.00;7462.00", "size": "49;16", "children": []}]}, {"name": null, "role": "AXRow", "description": null, "role_description": "outline row", "value": null, "position": "200.00;7479.00", "size": "695;17", "children": [{"name": null, "role": "AXStaticText", "description": null, "role_description": "text", "value": "Delete Stashed Commit...", "position": "218.00;7479.00", "size": "221;16", "children": []}, {"name": null, "role": "AXStaticText", "description": null, "role_description": "text", "value": "", "position": "440.00;7479.00", "size": "129;16", "children": []}, {"name": null, "role": "AXStaticText", "description": null, "role_description": "text", "value": "", "position": "570.00;7479.00", "size": "129;16", "children": []}, {"name": null, "role": "AXStaticText", "description": null, "role_description": "text", "value": "Git", "position": "700.00;7479.00", "size": "129;16", "children": []}, {"name": null, "role": "AXStaticText", "description": null, "role_description": "text", "value": " ", "position": "830.00;7479.00", "size": "49;16", "children": []}]}, {"name": null, "role": "AXRow", "description": null, "role_description": "outline row", "value": null, "position": "200.00;7496.00", "size": "695;17", "children": [{"name": null, "role": "AXStaticText", "description": null, "role_description": "text", "value": "Delete to Beginning of Line", "position": "218.00;7496.00", "size": "221;16", "children": []}, {"name": null, "role": "AXStaticText", "description": null, "role_description": "text", "value": "", "position": "440.00;7496.00", "size": "129;16", "children": []}, {"name": null, "role": "AXStaticText", "description": null, "role_description": "text", "value": "", "position": "570.00;7496.00", "size": "129;16", "children": []}, {"name": null, "role": "AXStaticText", "description": null, "role_description": "text", "value": "Text Editing", "position": "700.00;7496.00", "size": "129;16", "children": []}, {"name": null, "role": "AXStaticText", "description": null, "role_description": "text", "value": " ", "position": "830.00;7496.00", "size": "49;16", "children": []}]}, {"name": null, "role": "AXRow", "description": null, "role_description": "outline row", "value": null, "position": "200.00;7513.00", "size": "695;17", "children": [{"name": null, "role": "AXStaticText", "description": null, "role_description": "text", "value": "Delete to End of Line", "position": "218.00;7513.00", "size": "221;16", "children": []}, {"name": null, "role": "AXStaticText", "description": null, "role_description": "text", "value": "⇧⌘⌦", "position": "440.00;7513.00", "size": "129;16", "children": []}, {"name": null, "role": "AXStaticText", "description": null, "role_description": "text", "value": "Editing Text", "position": "570.00;7513.00", "size": "129;16", "children": []}, {"name": null, "role": "AXStaticText", "description": null, "role_description": "text", "value": "Text Editing", "position": "700.00;7513.00", "size": "129;16", "children": []}, {"name": null, "role": "AXStaticText", "description": null, "role_description": "text", "value": " ", "position": "830.00;7513.00", "size": "49;16", "children": []}]}, {"name": null, "role": "AXRow", "description": null, "role_description": "outline row", "value": null, "position": "200.00;7530.00", "size": "695;17", "children": [{"name": null, "role": "AXStaticText", "description": null, "role_description": "text", "value": "Delete to End of Line", "position": "218.00;7530.00", "size": "221;16", "children": []}, {"name": null, "role": "AXStaticText", "description": null, "role_description": "text", "value": "⇧⌘⌦", "position": "440.00;7530.00", "size": "129;16", "children": []}, {"name": null, "role": "AXStaticText", "description": null, "role_description": "text", "value": "Embedded Xtext Editor context", "position": "570.00;7530.00", "size": "129;16", "children": []}, {"name": null, "role": "AXStaticText", "description": null, "role_description": "text", "value": "Text Editing", "position": "700.00;7530.00", "size": "129;16", "children": []}, {"name": null, "role": "AXStaticText", "description": null, "role_description": "text", "value": " ", "position": "830.00;7530.00", "size": "49;16", "children": []}]}, {"name": null, "role": "AXRow", "description": null, "role_description": "outline row", "value": null, "position": "200.00;7547.00", "size": "695;17", "children": [{"name": null, "role": "AXStaticText", "description": null, "role_description": "text", "value": "Destroy Column", "position": "218.00;7547.00", "size": "221;16", "children": []}, {"name": null, "role": "AXStaticText", "description": null, "role_description": "text", "value": "", "position": "440.00;7547.00", "size": "129;16", "children": []}, {"name": null, "role": "AXStaticText", "description": null, "role_description": "text", "value": "", "position": "570.00;7547.00", "size": "129;16", "children": []}, {"name": null, "role": "AXStaticText", "description": null, "role_description": "text", "value": "NatTable Columns Category", "position": "700.00;7547.00", "size": "129;16", "children": []}, {"name": null, "role": "AXStaticText", "description": null, "role_description": "text", "value": " ", "position": "830.00;7547.00", "size": "49;16", "children": []}]}, {"name": null, "role": "AXRow", "description": null, "role_description": "outline row", "value": null, "position": "200.00;7564.00", "size": "695;17", "children": [{"name": null, "role": "AXStaticText", "description": null, "role_description": "text", "value": "Destroy Column Element", "position": "218.00;7564.00", "size": "221;16", "children": []}, {"name": null, "role": "AXStaticText", "description": null, "role_description": "text", "value": "", "position": "440.00;7564.00", "size": "129;16", "children": []}, {"name": null, "role": "AXStaticText", "description": null, "role_description": "text", "value": "", "position": "570.00;7564.00", "size": "129;16", "children": []}, {"name": null, "role": "AXStaticText", "description": null, "role_description": "text", "value": "NatTable Columns Category", "position": "700.00;7564.00", "size": "129;16", "children": []}, {"name": null, "role": "AXStaticText", "description": null, "role_description": "text", "value": " ", "position": "830.00;7564.00", "size": "49;16", "children": []}]}, {"name": null, "role": "AXRow", "description": null, "role_description": "outline row", "value": null, "position": "200.00;7581.00", "size": "695;17", "children": [{"name": null, "role": "AXStaticText", "description": null, "role_description": "text", "value": "Destroy Row", "position": "218.00;7581.00", "size": "221;16", "children": []}, {"name": null, "role": "AXStaticText", "description": null, "role_description": "text", "value": "", "position": "440.00;7581.00", "size": "129;16", "children": []}, {"name": null, "role": "AXStaticText", "description": null, "role_description": "text", "value": "", "position": "570.00;7581.00", "size": "129;16", "children": []}, {"name": null, "role": "AXStaticText", "description": null, "role_description": "text", "value": "NatTable Rows Catgerory", "position": "700.00;7581.00", "size": "129;16", "children": []}, {"name": null, "role": "AXStaticText", "description": null, "role_description": "text", "value": " ", "position": "830.00;7581.00", "size": "49;16", "children": []}]}, {"name": null, "role": "AXRow", "description": null, "role_description": "outline row", "value": null, "position": "200.00;7598.00", "size": "695;17", "children": [{"name": null, "role": "AXStaticText", "description": null, "role_description": "text", "value": "Destroy Row Element", "position": "218.00;7598.00", "size": "221;16", "children": []}, {"name": null, "role": "AXStaticText", "description": null, "role_description": "text", "value": "", "position": "440.00;7598.00", "size": "129;16", "children": []}, {"name": null, "role": "AXStaticText", "description": null, "role_description": "text", "value": "", "position": "570.00;7598.00", "size": "129;16", "children": []}, {"name": null, "role": "AXStaticText", "description": null, "role_description": "text", "value": "NatTable Rows Catgerory", "position": "700.00;7598.00", "size": "129;16", "children": []}, {"name": null, "role": "AXStaticText", "description": null, "role_description": "text", "value": " ", "position": "830.00;7598.00", "size": "49;16", "children": []}]}, {"name": null, "role": "AXRow", "description": null, "role_description": "outline row", "value": null, "position": "200.00;7615.00", "size": "695;17", "children": [{"name": null, "role": "AXStaticText", "description": null, "role_description": "text", "value": "Disconnect", "position": "218.00;7615.00", "size": "221;16", "children": []}, {"name": null, "role": "AXStaticText", "description": null, "role_description": "text", "value": "", "position": "440.00;7615.00", "size": "129;16", "children": []}, {"name": null, "role": "AXStaticText", "description": null, "role_description": "text", "value": "", "position": "570.00;7615.00", "size": "129;16", "children": []}, {"name": null, "role": "AXStaticText", "description": null, "role_description": "text", "value": "Git", "position": "700.00;7615.00", "size": "129;16", "children": []}, {"name": null, "role": "AXStaticText", "description": null, "role_description": "text", "value": " ", "position": "830.00;7615.00", "size": "49;16", "children": []}]}, {"name": null, "role": "AXRow", "description": null, "role_description": "outline row", "value": null, "position": "200.00;7632.00", "size": "695;17", "children": [{"name": null, "role": "AXStaticText", "description": null, "role_description": "text", "value": "Disconnect", "position": "218.00;7632.00", "size": "221;16", "children": []}, {"name": null, "role": "AXStaticText", "description": null, "role_description": "text", "value": "", "position": "440.00;7632.00", "size": "129;16", "children": []}, {"name": null, "role": "AXStaticText", "description": null, "role_description": "text", "value": "", "position": "570.00;7632.00", "size": "129;16", "children": []}, {"name": null, "role": "AXStaticText", "description": null, "role_description": "text", "value": "Run/Debug", "position": "700.00;7632.00", "size": "129;16", "children": []}, {"name": null, "role": "AXStaticText", "description": null, "role_description": "text", "value": " ", "position": "830.00;7632.00", "size": "49;16", "children": []}]}, {"name": null, "role": "AXRow", "description": null, "role_description": "outline row", "value": null, "position": "200.00;7649.00", "size": "695;17", "children": [{"name": null, "role": "AXStaticText", "description": null, "role_description": "text", "value": "Display", "position": "218.00;7649.00", "size": "221;16", "children": []}, {"name": null, "role": "AXStaticText", "description": null, "role_description": "text", "value": "⇧⌘D", "position": "440.00;7649.00", "size": "129;16", "children": []}, {"name": null, "role": "AXStaticText", "description": null, "role_description": "text", "value": "In Dialogs and Windows", "position": "570.00;7649.00", "size": "129;16", "children": []}, {"name": null, "role": "AXStaticText", "description": null, "role_description": "text", "value": "Run/Debug", "position": "700.00;7649.00", "size": "129;16", "children": []}, {"name": null, "role": "AXStaticText", "description": null, "role_description": "text", "value": " ", "position": "830.00;7649.00", "size": "49;16", "children": []}]}, {"name": null, "role": "AXRow", "description": null, "role_description": "outline row", "value": null, "position": "200.00;7666.00", "size": "695;17", "children": [{"name": null, "role": "AXStaticText", "description": null, "role_description": "text", "value": "Display actor as stickman", "position": "218.00;7666.00", "size": "221;16", "children": []}, {"name": null, "role": "AXStaticText", "description": null, "role_description": "text", "value": "", "position": "440.00;7666.00", "size": "129;16", "children": []}, {"name": null, "role": "AXStaticText", "description": null, "role_description": "text", "value": "", "position": "570.00;7666.00", "size": "129;16", "children": []}, {"name": null, "role": "AXStaticText", "description": null, "role_description": "text", "value": "Papyrus Category", "position": "700.00;7666.00", "size": "129;16", "children": []}, {"name": null, "role": "AXStaticText", "description": null, "role_description": "text", "value": " ", "position": "830.00;7666.00", "size": "49;16", "children": []}]}, {"name": null, "role": "AXRow", "description": null, "role_description": "outline row", "value": null, "position": "200.00;7683.00", "size": "695;17", "children": [{"name": null, "role": "AXStaticText", "description": null, "role_description": "text", "value": "Display as default NamedElement", "position": "218.00;7683.00", "size": "221;16", "children": []}, {"name": null, "role": "AXStaticText", "description": null, "role_description": "text", "value": "", "position": "440.00;7683.00", "size": "129;16", "children": []}, {"name": null, "role": "AXStaticText", "description": null, "role_description": "text", "value": "", "position": "570.00;7683.00", "size": "129;16", "children": []}, {"name": null, "role": "AXStaticText", "description": null, "role_description": "text", "value": "Papyrus Category", "position": "700.00;7683.00", "size": "129;16", "children": []}, {"name": null, "role": "AXStaticText", "description": null, "role_description": "text", "value": " ", "position": "830.00;7683.00", "size": "49;16", "children": []}]}, {"name": null, "role": "AXRow", "description": null, "role_description": "outline row", "value": null, "position": "200.00;7700.00", "size": "695;17", "children": [{"name": null, "role": "AXStaticText", "description": null, "role_description": "text", "value": "Display as subject", "position": "218.00;7700.00", "size": "221;16", "children": []}, {"name": null, "role": "AXStaticText", "description": null, "role_description": "text", "value": "", "position": "440.00;7700.00", "size": "129;16", "children": []}, {"name": null, "role": "AXStaticText", "description": null, "role_description": "text", "value": "", "position": "570.00;7700.00", "size": "129;16", "children": []}, {"name": null, "role": "AXStaticText", "description": null, "role_description": "text", "value": "Papyrus Category", "position": "700.00;7700.00", "size": "129;16", "children": []}, {"name": null, "role": "AXStaticText", "description": null, "role_description": "text", "value": " ", "position": "830.00;7700.00", "size": "49;16", "children": []}]}, {"name": null, "role": "AXRow", "description": null, "role_description": "outline row", "value": null, "position": "200.00;7717.00", "size": "695;17", "children": [{"name": null, "role": "AXStaticText", "description": null, "role_description": "text", "value": "Display Column Labe Icon", "position": "218.00;7717.00", "size": "221;16", "children": []}, {"name": null, "role": "AXStaticText", "description": null, "role_description": "text", "value": "", "position": "440.00;7717.00", "size": "129;16", "children": []}, {"name": null, "role": "AXStaticText", "description": null, "role_description": "text", "value": "", "position": "570.00;7717.00", "size": "129;16", "children": []}, {"name": null, "role": "AXStaticText", "description": null, "role_description": "text", "value": "Papyrus Nattable Widget Category", "position": "700.00;7717.00", "size": "129;16", "children": []}, {"name": null, "role": "AXStaticText", "description": null, "role_description": "text", "value": " ", "position": "830.00;7717.00", "size": "49;16", "children": []}]}, {"name": null, "role": "AXRow", "description": null, "role_description": "outline row", "value": null, "position": "200.00;7734.00", "size": "695;17", "children": [{"name": null, "role": "AXStaticText", "description": null, "role_description": "text", "value": "Display Column Label", "position": "218.00;7734.00", "size": "221;16", "children": []}, {"name": null, "role": "AXStaticText", "description": null, "role_description": "text", "value": "", "position": "440.00;7734.00", "size": "129;16", "children": []}, {"name": null, "role": "AXStaticText", "description": null, "role_description": "text", "value": "", "position": "570.00;7734.00", "size": "129;16", "children": []}, {"name": null, "role": "AXStaticText", "description": null, "role_description": "text", "value": "Papyrus Nattable Widget Category", "position": "700.00;7734.00", "size": "129;16", "children": []}, {"name": null, "role": "AXStaticText", "description": null, "role_description": "text", "value": " ", "position": "830.00;7734.00", "size": "49;16", "children": []}]}, {"name": null, "role": "AXRow", "description": null, "role_description": "outline row", "value": null, "position": "200.00;7751.00", "size": "695;17", "children": [{"name": null, "role": "AXStaticText", "description": null, "role_description": "text", "value": "Display Column Label Feature IsDerived", "position": "218.00;7751.00", "size": "221;16", "children": []}, {"name": null, "role": "AXStaticText", "description": null, "role_description": "text", "value": "", "position": "440.00;7751.00", "size": "129;16", "children": []}, {"name": null, "role": "AXStaticText", "description": null, "role_description": "text", "value": "", "position": "570.00;7751.00", "size": "129;16", "children": []}, {"name": null, "role": "AXStaticText", "description": null, "role_description": "text", "value": "Papyrus Nattable Widget Category", "position": "700.00;7751.00", "size": "129;16", "children": []}, {"name": null, "role": "AXStaticText", "description": null, "role_description": "text", "value": " ", "position": "830.00;7751.00", "size": "49;16", "children": []}]}, {"name": null, "role": "AXRow", "description": null, "role_description": "outline row", "value": null, "position": "200.00;7768.00", "size": "695;17", "children": [{"name": null, "role": "AXStaticText", "description": null, "role_description": "text", "value": "Display Column Label Feature Multiplicity", "position": "218.00;7768.00", "size": "221;16", "children": []}, {"name": null, "role": "AXStaticText", "description": null, "role_description": "text", "value": "", "position": "440.00;7768.00", "size": "129;16", "children": []}, {"name": null, "role": "AXStaticText", "description": null, "role_description": "text", "value": "", "position": "570.00;7768.00", "size": "129;16", "children": []}, {"name": null, "role": "AXStaticText", "description": null, "role_description": "text", "value": "Papyrus Nattable Widget Category", "position": "700.00;7768.00", "size": "129;16", "children": []}, {"name": null, "role": "AXStaticText", "description": null, "role_description": "text", "value": " ", "position": "830.00;7768.00", "size": "49;16", "children": []}]}, {"name": null, "role": "AXRow", "description": null, "role_description": "outline row", "value": null, "position": "200.00;7785.00", "size": "695;17", "children": [{"name": null, "role": "AXStaticText", "description": null, "role_description": "text", "value": "Display Column Label Feature Name", "position": "218.00;7785.00", "size": "221;16", "children": []}, {"name": null, "role": "AXStaticText", "description": null, "role_description": "text", "value": "", "position": "440.00;7785.00", "size": "129;16", "children": []}, {"name": null, "role": "AXStaticText", "description": null, "role_description": "text", "value": "", "position": "570.00;7785.00", "size": "129;16", "children": []}, {"name": null, "role": "AXStaticText", "description": null, "role_description": "text", "value": "Papyrus Nattable Widget Category", "position": "700.00;7785.00", "size": "129;16", "children": []}, {"name": null, "role": "AXStaticText", "description": null, "role_description": "text", "value": " ", "position": "830.00;7785.00", "size": "49;16", "children": []}]}, {"name": null, "role": "AXRow", "description": null, "role_description": "outline row", "value": null, "position": "200.00;7802.00", "size": "695;17", "children": [{"name": null, "role": "AXStaticText", "description": null, "role_description": "text", "value": "Display Column Label Feature Type", "position": "218.00;7802.00", "size": "221;16", "children": []}, {"name": null, "role": "AXStaticText", "description": null, "role_description": "text", "value": "", "position": "440.00;7802.00", "size": "129;16", "children": []}, {"name": null, "role": "AXStaticText", "description": null, "role_description": "text", "value": "", "position": "570.00;7802.00", "size": "129;16", "children": []}, {"name": null, "role": "AXStaticText", "description": null, "role_description": "text", "value": "Papyrus Nattable Widget Category", "position": "700.00;7802.00", "size": "129;16", "children": []}, {"name": null, "role": "AXStaticText", "description": null, "role_description": "text", "value": " ", "position": "830.00;7802.00", "size": "49;16", "children": []}]}, {"name": null, "role": "AXRow", "description": null, "role_description": "outline row", "value": null, "position": "200.00;7819.00", "size": "695;17", "children": [{"name": null, "role": "AXStaticText", "description": null, "role_description": "text", "value": "Display Help", "position": "218.00;7819.00", "size": "221;16", "children": []}, {"name": null, "role": "AXStaticText", "description": null, "role_description": "text", "value": "", "position": "440.00;7819.00", "size": "129;16", "children": []}, {"name": null, "role": "AXStaticText", "description": null, "role_description": "text", "value": "", "position": "570.00;7819.00", "size": "129;16", "children": []}, {"name": null, "role": "AXStaticText", "description": null, "role_description": "text", "value": "Help", "position": "700.00;7819.00", "size": "129;16", "children": []}, {"name": null, "role": "AXStaticText", "description": null, "role_description": "text", "value": " ", "position": "830.00;7819.00", "size": "49;16", "children": []}]}, {"name": null, "role": "AXRow", "description": null, "role_description": "outline row", "value": null, "position": "200.00;7836.00", "size": "695;17", "children": [{"name": null, "role": "AXStaticText", "description": null, "role_description": "text", "value": "Display Interface as lollipop", "position": "218.00;7836.00", "size": "221;16", "children": []}, {"name": null, "role": "AXStaticText", "description": null, "role_description": "text", "value": "", "position": "440.00;7836.00", "size": "129;16", "children": []}, {"name": null, "role": "AXStaticText", "description": null, "role_description": "text", "value": "", "position": "570.00;7836.00", "size": "129;16", "children": []}, {"name": null, "role": "AXStaticText", "description": null, "role_description": "text", "value": "Papyrus Category", "position": "700.00;7836.00", "size": "129;16", "children": []}, {"name": null, "role": "AXStaticText", "description": null, "role_description": "text", "value": " ", "position": "830.00;7836.00", "size": "49;16", "children": []}]}, {"name": null, "role": "AXRow", "description": null, "role_description": "outline row", "value": null, "position": "200.00;7853.00", "size": "695;17", "children": [{"name": null, "role": "AXStaticText", "description": null, "role_description": "text", "value": "Display Interface as Rectangle", "position": "218.00;7853.00", "size": "221;16", "children": []}, {"name": null, "role": "AXStaticText", "description": null, "role_description": "text", "value": "", "position": "440.00;7853.00", "size": "129;16", "children": []}, {"name": null, "role": "AXStaticText", "description": null, "role_description": "text", "value": "", "position": "570.00;7853.00", "size": "129;16", "children": []}, {"name": null, "role": "AXStaticText", "description": null, "role_description": "text", "value": "Papyrus Category", "position": "700.00;7853.00", "size": "129;16", "children": []}, {"name": null, "role": "AXStaticText", "description": null, "role_description": "text", "value": " ", "position": "830.00;7853.00", "size": "49;16", "children": []}]}, {"name": null, "role": "AXRow", "description": null, "role_description": "outline row", "value": null, "position": "200.00;7870.00", "size": "695;17", "children": [{"name": null, "role": "AXStaticText", "description": null, "role_description": "text", "value": "Display List On Separated Rows", "position": "218.00;7870.00", "size": "221;16", "children": []}, {"name": null, "role": "AXStaticText", "description": null, "role_description": "text", "value": "", "position": "440.00;7870.00", "size": "129;16", "children": []}, {"name": null, "role": "AXStaticText", "description": null, "role_description": "text", "value": "", "position": "570.00;7870.00", "size": "129;16", "children": []}, {"name": null, "role": "AXStaticText", "description": null, "role_description": "text", "value": "Papyrus Nattable Widget Category", "position": "700.00;7870.00", "size": "129;16", "children": []}, {"name": null, "role": "AXStaticText", "description": null, "role_description": "text", "value": " ", "position": "830.00;7870.00", "size": "49;16", "children": []}]}, {"name": null, "role": "AXRow", "description": null, "role_description": "outline row", "value": null, "position": "200.00;7887.00", "size": "695;17", "children": [{"name": null, "role": "AXStaticText", "description": null, "role_description": "text", "value": "Display List On Separated Rows", "position": "218.00;7887.00", "size": "221;16", "children": []}, {"name": null, "role": "AXStaticText", "description": null, "role_description": "text", "value": "", "position": "440.00;7887.00", "size": "129;16", "children": []}, {"name": null, "role": "AXStaticText", "description": null, "role_description": "text", "value": "", "position": "570.00;7887.00", "size": "129;16", "children": []}, {"name": null, "role": "AXStaticText", "description": null, "role_description": "text", "value": "Papyrus Nattable Widget Category", "position": "700.00;7887.00", "size": "129;16", "children": []}, {"name": null, "role": "AXStaticText", "description": null, "role_description": "text", "value": " ", "position": "830.00;7887.00", "size": "49;16", "children": []}]}, {"name": null, "role": "AXRow", "description": null, "role_description": "outline row", "value": null, "position": "200.00;7904.00", "size": "695;17", "children": [{"name": null, "role": "AXStaticText", "description": null, "role_description": "text", "value": "Display Row Label", "position": "218.00;7904.00", "size": "221;16", "children": []}, {"name": null, "role": "AXStaticText", "description": null, "role_description": "text", "value": "", "position": "440.00;7904.00", "size": "129;16", "children": []}, {"name": null, "role": "AXStaticText", "description": null, "role_description": "text", "value": "", "position": "570.00;7904.00", "size": "129;16", "children": []}, {"name": null, "role": "AXStaticText", "description": null, "role_description": "text", "value": "Papyrus Nattable Widget Category", "position": "700.00;7904.00", "size": "129;16", "children": []}, {"name": null, "role": "AXStaticText", "description": null, "role_description": "text", "value": " ", "position": "830.00;7904.00", "size": "49;16", "children": []}]}, {"name": null, "role": "AXRow", "description": null, "role_description": "outline row", "value": null, "position": "200.00;7921.00", "size": "695;17", "children": [{"name": null, "role": "AXStaticText", "description": null, "role_description": "text", "value": "Display Row Label Feature IsDerived", "position": "218.00;7921.00", "size": "221;16", "children": []}, {"name": null, "role": "AXStaticText", "description": null, "role_description": "text", "value": "", "position": "440.00;7921.00", "size": "129;16", "children": []}, {"name": null, "role": "AXStaticText", "description": null, "role_description": "text", "value": "", "position": "570.00;7921.00", "size": "129;16", "children": []}, {"name": null, "role": "AXStaticText", "description": null, "role_description": "text", "value": "Papyrus Nattable Widget Category", "position": "700.00;7921.00", "size": "129;16", "children": []}, {"name": null, "role": "AXStaticText", "description": null, "role_description": "text", "value": " ", "position": "830.00;7921.00", "size": "49;16", "children": []}]}, {"name": null, "role": "AXRow", "description": null, "role_description": "outline row", "value": null, "position": "200.00;7938.00", "size": "695;17", "children": [{"name": null, "role": "AXStaticText", "description": null, "role_description": "text", "value": "Display Row Label Feature Multiplicity", "position": "218.00;7938.00", "size": "221;16", "children": []}, {"name": null, "role": "AXStaticText", "description": null, "role_description": "text", "value": "", "position": "440.00;7938.00", "size": "129;16", "children": []}, {"name": null, "role": "AXStaticText", "description": null, "role_description": "text", "value": "", "position": "570.00;7938.00", "size": "129;16", "children": []}, {"name": null, "role": "AXStaticText", "description": null, "role_description": "text", "value": "Papyrus Nattable Widget Category", "position": "700.00;7938.00", "size": "129;16", "children": []}, {"name": null, "role": "AXStaticText", "description": null, "role_description": "text", "value": " ", "position": "830.00;7938.00", "size": "49;16", "children": []}]}, {"name": null, "role": "AXRow", "description": null, "role_description": "outline row", "value": null, "position": "200.00;7955.00", "size": "695;17", "children": [{"name": null, "role": "AXStaticText", "description": null, "role_description": "text", "value": "Display Row Label Feature Name", "position": "218.00;7955.00", "size": "221;16", "children": []}, {"name": null, "role": "AXStaticText", "description": null, "role_description": "text", "value": "", "position": "440.00;7955.00", "size": "129;16", "children": []}, {"name": null, "role": "AXStaticText", "description": null, "role_description": "text", "value": "", "position": "570.00;7955.00", "size": "129;16", "children": []}, {"name": null, "role": "AXStaticText", "description": null, "role_description": "text", "value": "Papyrus Nattable Widget Category", "position": "700.00;7955.00", "size": "129;16", "children": []}, {"name": null, "role": "AXStaticText", "description": null, "role_description": "text", "value": " ", "position": "830.00;7955.00", "size": "49;16", "children": []}]}, {"name": null, "role": "AXRow", "description": null, "role_description": "outline row", "value": null, "position": "200.00;7972.00", "size": "695;17", "children": [{"name": null, "role": "AXStaticText", "description": null, "role_description": "text", "value": "Display Row Label Feature Type", "position": "218.00;7972.00", "size": "221;16", "children": []}, {"name": null, "role": "AXStaticText", "description": null, "role_description": "text", "value": "", "position": "440.00;7972.00", "size": "129;16", "children": []}, {"name": null, "role": "AXStaticText", "description": null, "role_description": "text", "value": "", "position": "570.00;7972.00", "size": "129;16", "children": []}, {"name": null, "role": "AXStaticText", "description": null, "role_description": "text", "value": "Papyrus Nattable Widget Category", "position": "700.00;7972.00", "size": "129;16", "children": []}, {"name": null, "role": "AXStaticText", "description": null, "role_description": "text", "value": " ", "position": "830.00;7972.00", "size": "49;16", "children": []}]}, {"name": null, "role": "AXRow", "description": null, "role_description": "outline row", "value": null, "position": "200.00;7989.00", "size": "695;17", "children": [{"name": null, "role": "AXStaticText", "description": null, "role_description": "text", "value": "Display Row Label Icon", "position": "218.00;7989.00", "size": "221;16", "children": []}, {"name": null, "role": "AXStaticText", "description": null, "role_description": "text", "value": "", "position": "440.00;7989.00", "size": "129;16", "children": []}, {"name": null, "role": "AXStaticText", "description": null, "role_description": "text", "value": "", "position": "570.00;7989.00", "size": "129;16", "children": []}, {"name": null, "role": "AXStaticText", "description": null, "role_description": "text", "value": "Papyrus Nattable Widget Category", "position": "700.00;7989.00", "size": "129;16", "children": []}, {"name": null, "role": "AXStaticText", "description": null, "role_description": "text", "value": " ", "position": "830.00;7989.00", "size": "49;16", "children": []}]}, {"name": null, "role": "AXRow", "description": null, "role_description": "outline row", "value": null, "position": "200.00;8006.00", "size": "695;17", "children": [{"name": null, "role": "AXStaticText", "description": null, "role_description": "text", "value": "Display use case as classifier", "position": "218.00;8006.00", "size": "221;16", "children": []}, {"name": null, "role": "AXStaticText", "description": null, "role_description": "text", "value": "", "position": "440.00;8006.00", "size": "129;16", "children": []}, {"name": null, "role": "AXStaticText", "description": null, "role_description": "text", "value": "", "position": "570.00;8006.00", "size": "129;16", "children": []}, {"name": null, "role": "AXStaticText", "description": null, "role_description": "text", "value": "Papyrus Category", "position": "700.00;8006.00", "size": "129;16", "children": []}, {"name": null, "role": "AXStaticText", "description": null, "role_description": "text", "value": " ", "position": "830.00;8006.00", "size": "49;16", "children": []}]}, {"name": null, "role": "AXRow", "description": null, "role_description": "outline row", "value": null, "position": "200.00;8023.00", "size": "695;17", "children": [{"name": null, "role": "AXStaticText", "description": null, "role_description": "text", "value": "Distribute Nodes/Links horizontally", "position": "218.00;8023.00", "size": "221;16", "children": []}, {"name": null, "role": "AXStaticText", "description": null, "role_description": "text", "value": "", "position": "440.00;8023.00", "size": "129;16", "children": []}, {"name": null, "role": "AXStaticText", "description": null, "role_description": "text", "value": "", "position": "570.00;8023.00", "size": "129;16", "children": []}, {"name": null, "role": "AXStaticText", "description": null, "role_description": "text", "value": "Papyrus Category", "position": "700.00;8023.00", "size": "129;16", "children": []}, {"name": null, "role": "AXStaticText", "description": null, "role_description": "text", "value": " ", "position": "830.00;8023.00", "size": "49;16", "children": []}]}, {"name": null, "role": "AXRow", "description": null, "role_description": "outline row", "value": null, "position": "200.00;8040.00", "size": "695;17", "children": [{"name": null, "role": "AXStaticText", "description": null, "role_description": "text", "value": "Distribute Nodes/Links Horizontally Between 2 Nodes", "position": "218.00;8040.00", "size": "221;16", "children": []}, {"name": null, "role": "AXStaticText", "description": null, "role_description": "text", "value": "", "position": "440.00;8040.00", "size": "129;16", "children": []}, {"name": null, "role": "AXStaticText", "description": null, "role_description": "text", "value": "", "position": "570.00;8040.00", "size": "129;16", "children": []}, {"name": null, "role": "AXStaticText", "description": null, "role_description": "text", "value": "Papyrus Category", "position": "700.00;8040.00", "size": "129;16", "children": []}, {"name": null, "role": "AXStaticText", "description": null, "role_description": "text", "value": " ", "position": "830.00;8040.00", "size": "49;16", "children": []}]}, {"name": null, "role": "AXRow", "description": null, "role_description": "outline row", "value": null, "position": "200.00;8057.00", "size": "695;17", "children": [{"name": null, "role": "AXStaticText", "description": null, "role_description": "text", "value": "Distribute Nodes/Links Vertically", "position": "218.00;8057.00", "size": "221;16", "children": []}, {"name": null, "role": "AXStaticText", "description": null, "role_description": "text", "value": "", "position": "440.00;8057.00", "size": "129;16", "children": []}, {"name": null, "role": "AXStaticText", "description": null, "role_description": "text", "value": "", "position": "570.00;8057.00", "size": "129;16", "children": []}, {"name": null, "role": "AXStaticText", "description": null, "role_description": "text", "value": "Papyrus Category", "position": "700.00;8057.00", "size": "129;16", "children": []}, {"name": null, "role": "AXStaticText", "description": null, "role_description": "text", "value": " ", "position": "830.00;8057.00", "size": "49;16", "children": []}]}, {"name": null, "role": "AXRow", "description": null, "role_description": "outline row", "value": null, "position": "200.00;8074.00", "size": "695;17", "children": [{"name": null, "role": "AXStaticText", "description": null, "role_description": "text", "value": "Distribute Nodes/Links Vertically Between 2 Nodes", "position": "218.00;8074.00", "size": "221;16", "children": []}, {"name": null, "role": "AXStaticText", "description": null, "role_description": "text", "value": "", "position": "440.00;8074.00", "size": "129;16", "children": []}, {"name": null, "role": "AXStaticText", "description": null, "role_description": "text", "value": "", "position": "570.00;8074.00", "size": "129;16", "children": []}, {"name": null, "role": "AXStaticText", "description": null, "role_description": "text", "value": "Papyrus Category", "position": "700.00;8074.00", "size": "129;16", "children": []}, {"name": null, "role": "AXStaticText", "description": null, "role_description": "text", "value": " ", "position": "830.00;8074.00", "size": "49;16", "children": []}]}, {"name": null, "role": "AXRow", "description": null, "role_description": "outline row", "value": null, "position": "200.00;8091.00", "size": "695;17", "children": [{"name": null, "role": "AXStaticText", "description": null, "role_description": "text", "value": "Do not warn of missing documentation", "position": "218.00;8091.00", "size": "221;16", "children": []}, {"name": null, "role": "AXStaticText", "description": null, "role_description": "text", "value": "", "position": "440.00;8091.00", "size": "129;16", "children": []}, {"name": null, "role": "AXStaticText", "description": null, "role_description": "text", "value": "", "position": "570.00;8091.00", "size": "129;16", "children": []}, {"name": null, "role": "AXStaticText", "description": null, "role_description": "text", "value": "Help", "position": "700.00;8091.00", "size": "129;16", "children": []}, {"name": null, "role": "AXStaticText", "description": null, "role_description": "text", "value": " ", "position": "830.00;8091.00", "size": "49;16", "children": []}]}, {"name": null, "role": "AXRow", "description": null, "role_description": "outline row", "value": null, "position": "200.00;8108.00", "size": "695;17", "children": [{"name": null, "role": "AXStaticText", "description": null, "role_description": "text", "value": "Drop to Frame", "position": "218.00;8108.00", "size": "221;16", "children": []}, {"name": null, "role": "AXStaticText", "description": null, "role_description": "text", "value": "", "position": "440.00;8108.00", "size": "129;16", "children": []}, {"name": null, "role": "AXStaticText", "description": null, "role_description": "text", "value": "", "position": "570.00;8108.00", "size": "129;16", "children": []}, {"name": null, "role": "AXStaticText", "description": null, "role_description": "text", "value": "Run/Debug", "position": "700.00;8108.00", "size": "129;16", "children": []}, {"name": null, "role": "AXStaticText", "description": null, "role_description": "text", "value": " ", "position": "830.00;8108.00", "size": "49;16", "children": []}]}, {"name": null, "role": "AXRow", "description": null, "role_description": "outline row", "value": null, "position": "200.00;8125.00", "size": "695;17", "children": [{"name": null, "role": "AXStaticText", "description": null, "role_description": "text", "value": "Duplicate", "position": "218.00;8125.00", "size": "221;16", "children": []}, {"name": null, "role": "AXStaticText", "description": null, "role_description": "text", "value": "", "position": "440.00;8125.00", "size": "129;16", "children": []}, {"name": null, "role": "AXStaticText", "description": null, "role_description": "text", "value": "", "position": "570.00;8125.00", "size": "129;16", "children": []}, {"name": null, "role": "AXStaticText", "description": null, "role_description": "text", "value": "Papyrus Category", "position": "700.00;8125.00", "size": "129;16", "children": []}, {"name": null, "role": "AXStaticText", "description": null, "role_description": "text", "value": " ", "position": "830.00;8125.00", "size": "49;16", "children": []}]}, {"name": null, "role": "AXRow", "description": null, "role_description": "outline row", "value": null, "position": "200.00;8142.00", "size": "695;17", "children": [{"name": null, "role": "AXStaticText", "description": null, "role_description": "text", "value": "Duplicate", "position": "218.00;8142.00", "size": "221;16", "children": []}, {"name": null, "role": "AXStaticText", "description": null, "role_description": "text", "value": "⇧⌘D", "position": "440.00;8142.00", "size": "129;16", "children": []}, {"name": null, "role": "AXStaticText", "description": null, "role_description": "text", "value": "Diagram Editing", "position": "570.00;8142.00", "size": "129;16", "children": []}, {"name": null, "role": "AXStaticText", "description": null, "role_description": "text", "value": "Edit", "position": "700.00;8142.00", "size": "129;16", "children": []}, {"name": null, "role": "AXStaticText", "description": null, "role_description": "text", "value": " ", "position": "830.00;8142.00", "size": "49;16", "children": []}]}, {"name": null, "role": "AXRow", "description": null, "role_description": "outline row", "value": null, "position": "200.00;8159.00", "size": "695;17", "children": [{"name": null, "role": "AXStaticText", "description": null, "role_description": "text", "value": "Duplicate Lines", "position": "218.00;8159.00", "size": "221;16", "children": []}, {"name": null, "role": "AXStaticText", "description": null, "role_description": "text", "value": "⌥⌘↑", "position": "440.00;8159.00", "size": "129;16", "children": []}, {"name": null, "role": "AXStaticText", "description": null, "role_description": "text", "value": "Editing Text", "position": "570.00;8159.00", "size": "129;16", "children": []}, {"name": null, "role": "AXStaticText", "description": null, "role_description": "text", "value": "Text Editing", "position": "700.00;8159.00", "size": "129;16", "children": []}, {"name": null, "role": "AXStaticText", "description": null, "role_description": "text", "value": " ", "position": "830.00;8159.00", "size": "49;16", "children": []}]}, {"name": null, "role": "AXRow", "description": null, "role_description": "outline row", "value": null, "position": "200.00;8176.00", "size": "695;17", "children": [{"name": null, "role": "AXStaticText", "description": null, "role_description": "text", "value": "Duplicate Lines", "position": "218.00;8176.00", "size": "221;16", "children": []}, {"name": null, "role": "AXStaticText", "description": null, "role_description": "text", "value": "⌥⌘↑", "position": "440.00;8176.00", "size": "129;16", "children": []}, {"name": null, "role": "AXStaticText", "description": null, "role_description": "text", "value": "Embedded Xtext Editor context", "position": "570.00;8176.00", "size": "129;16", "children": []}, {"name": null, "role": "AXStaticText", "description": null, "role_description": "text", "value": "Text Editing", "position": "700.00;8176.00", "size": "129;16", "children": []}, {"name": null, "role": "AXStaticText", "description": null, "role_description": "text", "value": " ", "position": "830.00;8176.00", "size": "49;16", "children": []}]}, {"name": null, "role": "AXRow", "description": null, "role_description": "outline row", "value": null, "position": "200.00;8193.00", "size": "695;17", "children": [{"name": null, "role": "AXStaticText", "description": null, "role_description": "text", "value": "Edit theme", "position": "218.00;8193.00", "size": "221;16", "children": []}, {"name": null, "role": "AXStaticText", "description": null, "role_description": "text", "value": "", "position": "440.00;8193.00", "size": "129;16", "children": []}, {"name": null, "role": "AXStaticText", "description": null, "role_description": "text", "value": "", "position": "570.00;8193.00", "size": "129;16", "children": []}, {"name": null, "role": "AXStaticText", "description": null, "role_description": "text", "value": "CSS Theme", "position": "700.00;8193.00", "size": "129;16", "children": []}, {"name": null, "role": "AXStaticText", "description": null, "role_description": "text", "value": " ", "position": "830.00;8193.00", "size": "49;16", "children": []}]}, {"name": null, "role": "AXRow", "description": null, "role_description": "outline row", "value": null, "position": "200.00;8210.00", "size": "695;17", "children": [{"name": null, "role": "AXStaticText", "description": null, "role_description": "text", "value": "Enable / Disable ANSI Support", "position": "218.00;8210.00", "size": "221;16", "children": []}, {"name": null, "role": "AXStaticText", "description": null, "role_description": "text", "value": "", "position": "440.00;8210.00", "size": "129;16", "children": []}, {"name": null, "role": "AXStaticText", "description": null, "role_description": "text", "value": "", "position": "570.00;8210.00", "size": "129;16", "children": []}, {"name": null, "role": "AXStaticText", "description": null, "role_description": "text", "value": "ANSI Support Commands", "position": "700.00;8210.00", "size": "129;16", "children": []}, {"name": null, "role": "AXStaticText", "description": null, "role_description": "text", "value": " ", "position": "830.00;8210.00", "size": "49;16", "children": []}]}, {"name": null, "role": "AXRow", "description": null, "role_description": "outline row", "value": null, "position": "200.00;8227.00", "size": "695;17", "children": [{"name": null, "role": "AXStaticText", "description": null, "role_description": "text", "value": "Enable LFS locally", "position": "218.00;8227.00", "size": "221;16", "children": []}, {"name": null, "role": "AXStaticText", "description": null, "role_description": "text", "value": "", "position": "440.00;8227.00", "size": "129;16", "children": []}, {"name": null, "role": "AXStaticText", "description": null, "role_description": "text", "value": "", "position": "570.00;8227.00", "size": "129;16", "children": []}, {"name": null, "role": "AXStaticText", "description": null, "role_description": "text", "value": "Git", "position": "700.00;8227.00", "size": "129;16", "children": []}, {"name": null, "role": "AXStaticText", "description": null, "role_description": "text", "value": " ", "position": "830.00;8227.00", "size": "49;16", "children": []}]}, {"name": null, "role": "AXRow", "description": null, "role_description": "outline row", "value": null, "position": "200.00;8244.00", "size": "695;17", "children": [{"name": null, "role": "AXStaticText", "description": null, "role_description": "text", "value": "Enable write", "position": "218.00;8244.00", "size": "221;16", "children": []}, {"name": null, "role": "AXStaticText", "description": null, "role_description": "text", "value": "", "position": "440.00;8244.00", "size": "129;16", "children": []}, {"name": null, "role": "AXStaticText", "description": null, "role_description": "text", "value": "", "position": "570.00;8244.00", "size": "129;16", "children": []}, {"name": null, "role": "AXStaticText", "description": null, "role_description": "text", "value": "Papyrus Category", "position": "700.00;8244.00", "size": "129;16", "children": []}, {"name": null, "role": "AXStaticText", "description": null, "role_description": "text", "value": " ", "position": "830.00;8244.00", "size": "49;16", "children": []}]}, {"name": null, "role": "AXRow", "description": null, "role_description": "outline row", "value": null, "position": "200.00;8261.00", "size": "695;17", "children": [{"name": null, "role": "AXStaticText", "description": null, "role_description": "text", "value": "Encapsulate Fields", "position": "218.00;8261.00", "size": "221;16", "children": []}, {"name": null, "role": "AXStaticText", "description": null, "role_description": "text", "value": "", "position": "440.00;8261.00", "size": "129;16", "children": []}, {"name": null, "role": "AXStaticText", "description": null, "role_description": "text", "value": "", "position": "570.00;8261.00", "size": "129;16", "children": []}, {"name": null, "role": "AXStaticText", "description": null, "role_description": "text", "value": "Refactor - Java", "position": "700.00;8261.00", "size": "129;16", "children": []}, {"name": null, "role": "AXStaticText", "description": null, "role_description": "text", "value": " ", "position": "830.00;8261.00", "size": "49;16", "children": []}]}, {"name": null, "role": "AXRow", "description": null, "role_description": "outline row", "value": null, "position": "200.00;8278.00", "size": "695;17", "children": [{"name": null, "role": "AXStaticText", "description": null, "role_description": "text", "value": "End multi-selection", "position": "218.00;8278.00", "size": "221;16", "children": []}, {"name": null, "role": "AXStaticText", "description": null, "role_description": "text", "value": "", "position": "440.00;8278.00", "size": "129;16", "children": []}, {"name": null, "role": "AXStaticText", "description": null, "role_description": "text", "value": "", "position": "570.00;8278.00", "size": "129;16", "children": []}, {"name": null, "role": "AXStaticText", "description": null, "role_description": "text", "value": "Text Editing", "position": "700.00;8278.00", "size": "129;16", "children": []}, {"name": null, "role": "AXStaticText", "description": null, "role_description": "text", "value": " ", "position": "830.00;8278.00", "size": "49;16", "children": []}]}, {"name": null, "role": "AXRow", "description": null, "role_description": "outline row", "value": null, "position": "200.00;8295.00", "size": "695;17", "children": [{"name": null, "role": "AXStaticText", "description": null, "role_description": "text", "value": "EOF", "position": "218.00;8295.00", "size": "221;16", "children": []}, {"name": null, "role": "AXStaticText", "description": null, "role_description": "text", "value": "⌃D", "position": "440.00;8295.00", "size": "129;16", "children": []}, {"name": null, "role": "AXStaticText", "description": null, "role_description": "text", "value": "In I/O Console", "position": "570.00;8295.00", "size": "129;16", "children": []}, {"name": null, "role": "AXStaticText", "description": null, "role_description": "text", "value": "Run/Debug", "position": "700.00;8295.00", "size": "129;16", "children": []}, {"name": null, "role": "AXStaticText", "description": null, "role_description": "text", "value": " ", "position": "830.00;8295.00", "size": "49;16", "children": []}]}, {"name": null, "role": "AXRow", "description": null, "role_description": "outline row", "value": null, "position": "200.00;8312.00", "size": "695;17", "children": [{"name": null, "role": "AXStaticText", "description": null, "role_description": "text", "value": "Execute", "position": "218.00;8312.00", "size": "221;16", "children": []}, {"name": null, "role": "AXStaticText", "description": null, "role_description": "text", "value": "⌘U", "position": "440.00;8312.00", "size": "129;16", "children": []}, {"name": null, "role": "AXStaticText", "description": null, "role_description": "text", "value": "In Windows", "position": "570.00;8312.00", "size": "129;16", "children": []}, {"name": null, "role": "AXStaticText", "description": null, "role_description": "text", "value": "Run/Debug", "position": "700.00;8312.00", "size": "129;16", "children": []}, {"name": null, "role": "AXStaticText", "description": null, "role_description": "text", "value": " ", "position": "830.00;8312.00", "size": "49;16", "children": []}]}, {"name": null, "role": "AXRow", "description": null, "role_description": "outline row", "value": null, "position": "200.00;8329.00", "size": "695;17", "children": [{"name": null, "role": "AXStaticText", "description": null, "role_description": "text", "value": "Exit", "position": "218.00;8329.00", "size": "221;16", "children": []}, {"name": null, "role": "AXStaticText", "description": null, "role_description": "text", "value": "", "position": "440.00;8329.00", "size": "129;16", "children": []}, {"name": null, "role": "AXStaticText", "description": null, "role_description": "text", "value": "", "position": "570.00;8329.00", "size": "129;16", "children": []}, {"name": null, "role": "AXStaticText", "description": null, "role_description": "text", "value": "File", "position": "700.00;8329.00", "size": "129;16", "children": []}, {"name": null, "role": "AXStaticText", "description": null, "role_description": "text", "value": " ", "position": "830.00;8329.00", "size": "49;16", "children": []}]}, {"name": null, "role": "AXRow", "description": null, "role_description": "outline row", "value": null, "position": "200.00;8346.00", "size": "695;17", "children": [{"name": null, "role": "AXStaticText", "description": null, "role_description": "text", "value": "Expand", "position": "218.00;8346.00", "size": "221;16", "children": []}, {"name": null, "role": "AXStaticText", "description": null, "role_description": "text", "value": "⌘Numpad_Add", "position": "440.00;8346.00", "size": "129;16", "children": []}, {"name": null, "role": "AXStaticText", "description": null, "role_description": "text", "value": "Editing Text", "position": "570.00;8346.00", "size": "129;16", "children": []}, {"name": null, "role": "AXStaticText", "description": null, "role_description": "text", "value": "Text Editing", "position": "700.00;8346.00", "size": "129;16", "children": []}, {"name": null, "role": "AXStaticText", "description": null, "role_description": "text", "value": " ", "position": "830.00;8346.00", "size": "49;16", "children": []}]}, {"name": null, "role": "AXRow", "description": null, "role_description": "outline row", "value": null, "position": "200.00;8363.00", "size": "695;17", "children": [{"name": null, "role": "AXStaticText", "description": null, "role_description": "text", "value": "Expand All", "position": "218.00;8363.00", "size": "221;16", "children": []}, {"name": null, "role": "AXStaticText", "description": null, "role_description": "text", "value": "", "position": "440.00;8363.00", "size": "129;16", "children": []}, {"name": null, "role": "AXStaticText", "description": null, "role_description": "text", "value": "", "position": "570.00;8363.00", "size": "129;16", "children": []}, {"name": null, "role": "AXStaticText", "description": null, "role_description": "text", "value": "Application Category", "position": "700.00;8363.00", "size": "129;16", "children": []}, {"name": null, "role": "AXStaticText", "description": null, "role_description": "text", "value": " ", "position": "830.00;8363.00", "size": "49;16", "children": []}]}, {"name": null, "role": "AXRow", "description": null, "role_description": "outline row", "value": null, "position": "200.00;8380.00", "size": "695;17", "children": [{"name": null, "role": "AXStaticText", "description": null, "role_description": "text", "value": "Expand All", "position": "218.00;8380.00", "size": "221;16", "children": []}, {"name": null, "role": "AXStaticText", "description": null, "role_description": "text", "value": "", "position": "440.00;8380.00", "size": "129;16", "children": []}, {"name": null, "role": "AXStaticText", "description": null, "role_description": "text", "value": "", "position": "570.00;8380.00", "size": "129;16", "children": []}, {"name": null, "role": "AXStaticText", "description": null, "role_description": "text", "value": "NatTable Rows Catgerory", "position": "700.00;8380.00", "size": "129;16", "children": []}, {"name": null, "role": "AXStaticText", "description": null, "role_description": "text", "value": " ", "position": "830.00;8380.00", "size": "49;16", "children": []}]}, {"name": null, "role": "AXRow", "description": null, "role_description": "outline row", "value": null, "position": "200.00;8397.00", "size": "695;17", "children": [{"name": null, "role": "AXStaticText", "description": null, "role_description": "text", "value": "Expand All", "position": "218.00;8397.00", "size": "221;16", "children": []}, {"name": null, "role": "AXStaticText", "description": null, "role_description": "text", "value": "⇧⌘Numpad_Multiply", "position": "440.00;8397.00", "size": "129;16", "children": []}, {"name": null, "role": "AXStaticText", "description": null, "role_description": "text", "value": "In Windows", "position": "570.00;8397.00", "size": "129;16", "children": []}, {"name": null, "role": "AXStaticText", "description": null, "role_description": "text", "value": "Navigate", "position": "700.00;8397.00", "size": "129;16", "children": []}, {"name": null, "role": "AXStaticText", "description": null, "role_description": "text", "value": " ", "position": "830.00;8397.00", "size": "49;16", "children": []}]}, {"name": null, "role": "AXRow", "description": null, "role_description": "outline row", "value": null, "position": "200.00;8414.00", "size": "695;17", "children": [{"name": null, "role": "AXStaticText", "description": null, "role_description": "text", "value": "Expand All", "position": "218.00;8414.00", "size": "221;16", "children": []}, {"name": null, "role": "AXStaticText", "description": null, "role_description": "text", "value": "⌘Numpad_Multiply", "position": "440.00;8414.00", "size": "129;16", "children": []}, {"name": null, "role": "AXStaticText", "description": null, "role_description": "text", "value": "Editing Text", "position": "570.00;8414.00", "size": "129;16", "children": []}, {"name": null, "role": "AXStaticText", "description": null, "role_description": "text", "value": "Text Editing", "position": "700.00;8414.00", "size": "129;16", "children": []}, {"name": null, "role": "AXStaticText", "description": null, "role_description": "text", "value": " ", "position": "830.00;8414.00", "size": "49;16", "children": []}]}, {"name": null, "role": "AXRow", "description": null, "role_description": "outline row", "value": null, "position": "200.00;8431.00", "size": "695;17", "children": [{"name": null, "role": "AXStaticText", "description": null, "role_description": "text", "value": "Expand All at Selected Element (Ctrl+ Shift+ Numpad_Multiply)", "position": "218.00;8431.00", "size": "221;16", "children": []}, {"name": null, "role": "AXStaticText", "description": null, "role_description": "text", "value": "", "position": "440.00;8431.00", "size": "129;16", "children": []}, {"name": null, "role": "AXStaticText", "description": null, "role_description": "text", "value": "", "position": "570.00;8431.00", "size": "129;16", "children": []}, {"name": null, "role": "AXStaticText", "description": null, "role_description": "text", "value": "Papyrus Category", "position": "700.00;8431.00", "size": "129;16", "children": []}, {"name": null, "role": "AXStaticText", "description": null, "role_description": "text", "value": " ", "position": "830.00;8431.00", "size": "49;16", "children": []}]}, {"name": null, "role": "AXRow", "description": null, "role_description": "outline row", "value": null, "position": "200.00;8448.00", "size": "695;17", "children": [{"name": null, "role": "AXStaticText", "description": null, "role_description": "text", "value": "Expand All for selection", "position": "218.00;8448.00", "size": "221;16", "children": []}, {"name": null, "role": "AXStaticText", "description": null, "role_description": "text", "value": "", "position": "440.00;8448.00", "size": "129;16", "children": []}, {"name": null, "role": "AXStaticText", "description": null, "role_description": "text", "value": "", "position": "570.00;8448.00", "size": "129;16", "children": []}, {"name": null, "role": "AXStaticText", "description": null, "role_description": "text", "value": "NatTable Rows Catgerory", "position": "700.00;8448.00", "size": "129;16", "children": []}, {"name": null, "role": "AXStaticText", "description": null, "role_description": "text", "value": " ", "position": "830.00;8448.00", "size": "49;16", "children": []}]}, {"name": null, "role": "AXRow", "description": null, "role_description": "outline row", "value": null, "position": "200.00;8465.00", "size": "695;17", "children": [{"name": null, "role": "AXStaticText", "description": null, "role_description": "text", "value": "Expand Selection On 2 Levels", "position": "218.00;8465.00", "size": "221;16", "children": []}, {"name": null, "role": "AXStaticText", "description": null, "role_description": "text", "value": "", "position": "440.00;8465.00", "size": "129;16", "children": []}, {"name": null, "role": "AXStaticText", "description": null, "role_description": "text", "value": "", "position": "570.00;8465.00", "size": "129;16", "children": []}, {"name": null, "role": "AXStaticText", "description": null, "role_description": "text", "value": "NatTable Rows Catgerory", "position": "700.00;8465.00", "size": "129;16", "children": []}, {"name": null, "role": "AXStaticText", "description": null, "role_description": "text", "value": " ", "position": "830.00;8465.00", "size": "49;16", "children": []}]}, {"name": null, "role": "AXRow", "description": null, "role_description": "outline row", "value": null, "position": "200.00;8482.00", "size": "695;17", "children": [{"name": null, "role": "AXStaticText", "description": null, "role_description": "text", "value": "Export", "position": "218.00;8482.00", "size": "221;16", "children": []}, {"name": null, "role": "AXStaticText", "description": null, "role_description": "text", "value": "", "position": "440.00;8482.00", "size": "129;16", "children": []}, {"name": null, "role": "AXStaticText", "description": null, "role_description": "text", "value": "", "position": "570.00;8482.00", "size": "129;16", "children": []}, {"name": null, "role": "AXStaticText", "description": null, "role_description": "text", "value": "File", "position": "700.00;8482.00", "size": "129;16", "children": []}, {"name": null, "role": "AXStaticText", "description": null, "role_description": "text", "value": " ", "position": "830.00;8482.00", "size": "49;16", "children": []}]}, {"name": null, "role": "AXRow", "description": null, "role_description": "outline row", "value": null, "position": "200.00;8499.00", "size": "695;17", "children": [{"name": null, "role": "AXStaticText", "description": null, "role_description": "text", "value": "Export (Ant Buildfiles)", "position": "218.00;8499.00", "size": "221;16", "children": []}, {"name": null, "role": "AXStaticText", "description": null, "role_description": "text", "value": "", "position": "440.00;8499.00", "size": "129;16", "children": []}, {"name": null, "role": "AXStaticText", "description": null, "role_description": "text", "value": "", "position": "570.00;8499.00", "size": "129;16", "children": []}, {"name": null, "role": "AXStaticText", "description": null, "role_description": "text", "value": "File", "position": "700.00;8499.00", "size": "129;16", "children": []}, {"name": null, "role": "AXStaticText", "description": null, "role_description": "text", "value": " ", "position": "830.00;8499.00", "size": "49;16", "children": []}]}, {"name": null, "role": "AXRow", "description": null, "role_description": "outline row", "value": null, "position": "200.00;8516.00", "size": "695;17", "children": [{"name": null, "role": "AXStaticText", "description": null, "role_description": "text", "value": "Export (Archive File)", "position": "218.00;8516.00", "size": "221;16", "children": []}, {"name": null, "role": "AXStaticText", "description": null, "role_description": "text", "value": "", "position": "440.00;8516.00", "size": "129;16", "children": []}, {"name": null, "role": "AXStaticText", "description": null, "role_description": "text", "value": "", "position": "570.00;8516.00", "size": "129;16", "children": []}, {"name": null, "role": "AXStaticText", "description": null, "role_description": "text", "value": "File", "position": "700.00;8516.00", "size": "129;16", "children": []}, {"name": null, "role": "AXStaticText", "description": null, "role_description": "text", "value": " ", "position": "830.00;8516.00", "size": "49;16", "children": []}]}, {"name": null, "role": "AXRow", "description": null, "role_description": "outline row", "value": null, "position": "200.00;8533.00", "size": "695;17", "children": [{"name": null, "role": "AXStaticText", "description": null, "role_description": "text", "value": "Export (Breakpoints)", "position": "218.00;8533.00", "size": "221;16", "children": []}, {"name": null, "role": "AXStaticText", "description": null, "role_description": "text", "value": "", "position": "440.00;8533.00", "size": "129;16", "children": []}, {"name": null, "role": "AXStaticText", "description": null, "role_description": "text", "value": "", "position": "570.00;8533.00", "size": "129;16", "children": []}, {"name": null, "role": "AXStaticText", "description": null, "role_description": "text", "value": "File", "position": "700.00;8533.00", "size": "129;16", "children": []}, {"name": null, "role": "AXStaticText", "description": null, "role_description": "text", "value": " ", "position": "830.00;8533.00", "size": "49;16", "children": []}]}, {"name": null, "role": "AXRow", "description": null, "role_description": "outline row", "value": null, "position": "200.00;8550.00", "size": "695;17", "children": [{"name": null, "role": "AXStaticText", "description": null, "role_description": "text", "value": "Export (Deployable features)", "position": "218.00;8550.00", "size": "221;16", "children": []}, {"name": null, "role": "AXStaticText", "description": null, "role_description": "text", "value": "", "position": "440.00;8550.00", "size": "129;16", "children": []}, {"name": null, "role": "AXStaticText", "description": null, "role_description": "text", "value": "", "position": "570.00;8550.00", "size": "129;16", "children": []}, {"name": null, "role": "AXStaticText", "description": null, "role_description": "text", "value": "File", "position": "700.00;8550.00", "size": "129;16", "children": []}, {"name": null, "role": "AXStaticText", "description": null, "role_description": "text", "value": " ", "position": "830.00;8550.00", "size": "49;16", "children": []}]}, {"name": null, "role": "AXRow", "description": null, "role_description": "outline row", "value": null, "position": "200.00;8567.00", "size": "695;17", "children": [{"name": null, "role": "AXStaticText", "description": null, "role_description": "text", "value": "Export (Deployable plug-ins and fragments)", "position": "218.00;8567.00", "size": "221;16", "children": []}, {"name": null, "role": "AXStaticText", "description": null, "role_description": "text", "value": "", "position": "440.00;8567.00", "size": "129;16", "children": []}, {"name": null, "role": "AXStaticText", "description": null, "role_description": "text", "value": "", "position": "570.00;8567.00", "size": "129;16", "children": []}, {"name": null, "role": "AXStaticText", "description": null, "role_description": "text", "value": "File", "position": "700.00;8567.00", "size": "129;16", "children": []}, {"name": null, "role": "AXStaticText", "description": null, "role_description": "text", "value": " ", "position": "830.00;8567.00", "size": "49;16", "children": []}]}, {"name": null, "role": "AXRow", "description": null, "role_description": "outline row", "value": null, "position": "200.00;8584.00", "size": "695;17", "children": [{"name": null, "role": "AXStaticText", "description": null, "role_description": "text", "value": "Export (Eclipse product)", "position": "218.00;8584.00", "size": "221;16", "children": []}, {"name": null, "role": "AXStaticText", "description": null, "role_description": "text", "value": "", "position": "440.00;8584.00", "size": "129;16", "children": []}, {"name": null, "role": "AXStaticText", "description": null, "role_description": "text", "value": "", "position": "570.00;8584.00", "size": "129;16", "children": []}, {"name": null, "role": "AXStaticText", "description": null, "role_description": "text", "value": "File", "position": "700.00;8584.00", "size": "129;16", "children": []}, {"name": null, "role": "AXStaticText", "description": null, "role_description": "text", "value": " ", "position": "830.00;8584.00", "size": "49;16", "children": []}]}, {"name": null, "role": "AXRow", "description": null, "role_description": "outline row", "value": null, "position": "200.00;8601.00", "size": "695;17", "children": [{"name": null, "role": "AXStaticText", "description": null, "role_description": "text", "value": "Export (Export All Diagrams)", "position": "218.00;8601.00", "size": "221;16", "children": []}, {"name": null, "role": "AXStaticText", "description": null, "role_description": "text", "value": "", "position": "440.00;8601.00", "size": "129;16", "children": []}, {"name": null, "role": "AXStaticText", "description": null, "role_description": "text", "value": "", "position": "570.00;8601.00", "size": "129;16", "children": []}, {"name": null, "role": "AXStaticText", "description": null, "role_description": "text", "value": "File", "position": "700.00;8601.00", "size": "129;16", "children": []}, {"name": null, "role": "AXStaticText", "description": null, "role_description": "text", "value": " ", "position": "830.00;8601.00", "size": "49;16", "children": []}]}, {"name": null, "role": "AXRow", "description": null, "role_description": "outline row", "value": null, "position": "200.00;8618.00", "size": "695;17", "children": [{"name": null, "role": "AXStaticText", "description": null, "role_description": "text", "value": "Export (File System)", "position": "218.00;8618.00", "size": "221;16", "children": []}, {"name": null, "role": "AXStaticText", "description": null, "role_description": "text", "value": "", "position": "440.00;8618.00", "size": "129;16", "children": []}, {"name": null, "role": "AXStaticText", "description": null, "role_description": "text", "value": "", "position": "570.00;8618.00", "size": "129;16", "children": []}, {"name": null, "role": "AXStaticText", "description": null, "role_description": "text", "value": "File", "position": "700.00;8618.00", "size": "129;16", "children": []}, {"name": null, "role": "AXStaticText", "description": null, "role_description": "text", "value": " ", "position": "830.00;8618.00", "size": "49;16", "children": []}]}, {"name": null, "role": "AXRow", "description": null, "role_description": "outline row", "value": null, "position": "200.00;8635.00", "size": "695;17", "children": [{"name": null, "role": "AXStaticText", "description": null, "role_description": "text", "value": "Export (Installed Software Items to File)", "position": "218.00;8635.00", "size": "221;16", "children": []}, {"name": null, "role": "AXStaticText", "description": null, "role_description": "text", "value": "", "position": "440.00;8635.00", "size": "129;16", "children": []}, {"name": null, "role": "AXStaticText", "description": null, "role_description": "text", "value": "", "position": "570.00;8635.00", "size": "129;16", "children": []}, {"name": null, "role": "AXStaticText", "description": null, "role_description": "text", "value": "File", "position": "700.00;8635.00", "size": "129;16", "children": []}, {"name": null, "role": "AXStaticText", "description": null, "role_description": "text", "value": " ", "position": "830.00;8635.00", "size": "49;16", "children": []}]}, {"name": null, "role": "AXRow", "description": null, "role_description": "outline row", "value": null, "position": "200.00;8652.00", "size": "695;17", "children": [{"name": null, "role": "AXStaticText", "description": null, "role_description": "text", "value": "Export (JAR file)", "position": "218.00;8652.00", "size": "221;16", "children": []}, {"name": null, "role": "AXStaticText", "description": null, "role_description": "text", "value": "", "position": "440.00;8652.00", "size": "129;16", "children": []}, {"name": null, "role": "AXStaticText", "description": null, "role_description": "text", "value": "", "position": "570.00;8652.00", "size": "129;16", "children": []}, {"name": null, "role": "AXStaticText", "description": null, "role_description": "text", "value": "File", "position": "700.00;8652.00", "size": "129;16", "children": []}, {"name": null, "role": "AXStaticText", "description": null, "role_description": "text", "value": " ", "position": "830.00;8652.00", "size": "49;16", "children": []}]}, {"name": null, "role": "AXRow", "description": null, "role_description": "outline row", "value": null, "position": "200.00;8669.00", "size": "695;17", "children": [{"name": null, "role": "AXStaticText", "description": null, "role_description": "text", "value": "Export (Javadoc)", "position": "218.00;8669.00", "size": "221;16", "children": []}, {"name": null, "role": "AXStaticText", "description": null, "role_description": "text", "value": "", "position": "440.00;8669.00", "size": "129;16", "children": []}, {"name": null, "role": "AXStaticText", "description": null, "role_description": "text", "value": "", "position": "570.00;8669.00", "size": "129;16", "children": []}, {"name": null, "role": "AXStaticText", "description": null, "role_description": "text", "value": "File", "position": "700.00;8669.00", "size": "129;16", "children": []}, {"name": null, "role": "AXStaticText", "description": null, "role_description": "text", "value": " ", "position": "830.00;8669.00", "size": "49;16", "children": []}]}, {"name": null, "role": "AXRow", "description": null, "role_description": "outline row", "value": null, "position": "200.00;8686.00", "size": "695;17", "children": [{"name": null, "role": "AXStaticText", "description": null, "role_description": "text", "value": "Export (Launch Configurations)", "position": "218.00;8686.00", "size": "221;16", "children": []}, {"name": null, "role": "AXStaticText", "description": null, "role_description": "text", "value": "", "position": "440.00;8686.00", "size": "129;16", "children": []}, {"name": null, "role": "AXStaticText", "description": null, "role_description": "text", "value": "", "position": "570.00;8686.00", "size": "129;16", "children": []}, {"name": null, "role": "AXStaticText", "description": null, "role_description": "text", "value": "File", "position": "700.00;8686.00", "size": "129;16", "children": []}, {"name": null, "role": "AXStaticText", "description": null, "role_description": "text", "value": " ", "position": "830.00;8686.00", "size": "49;16", "children": []}]}, {"name": null, "role": "AXRow", "description": null, "role_description": "outline row", "value": null, "position": "200.00;8703.00", "size": "695;17", "children": [{"name": null, "role": "AXStaticText", "description": null, "role_description": "text", "value": "Export (Mac OS X application bundle)", "position": "218.00;8703.00", "size": "221;16", "children": []}, {"name": null, "role": "AXStaticText", "description": null, "role_description": "text", "value": "", "position": "440.00;8703.00", "size": "129;16", "children": []}, {"name": null, "role": "AXStaticText", "description": null, "role_description": "text", "value": "", "position": "570.00;8703.00", "size": "129;16", "children": []}, {"name": null, "role": "AXStaticText", "description": null, "role_description": "text", "value": "File", "position": "700.00;8703.00", "size": "129;16", "children": []}, {"name": null, "role": "AXStaticText", "description": null, "role_description": "text", "value": " ", "position": "830.00;8703.00", "size": "49;16", "children": []}]}, {"name": null, "role": "AXRow", "description": null, "role_description": "outline row", "value": null, "position": "200.00;8720.00", "size": "695;17", "children": [{"name": null, "role": "AXStaticText", "description": null, "role_description": "text", "value": "Export (Preferences)", "position": "218.00;8720.00", "size": "221;16", "children": []}, {"name": null, "role": "AXStaticText", "description": null, "role_description": "text", "value": "", "position": "440.00;8720.00", "size": "129;16", "children": []}, {"name": null, "role": "AXStaticText", "description": null, "role_description": "text", "value": "", "position": "570.00;8720.00", "size": "129;16", "children": []}, {"name": null, "role": "AXStaticText", "description": null, "role_description": "text", "value": "File", "position": "700.00;8720.00", "size": "129;16", "children": []}, {"name": null, "role": "AXStaticText", "description": null, "role_description": "text", "value": " ", "position": "830.00;8720.00", "size": "49;16", "children": []}]}, {"name": null, "role": "AXRow", "description": null, "role_description": "outline row", "value": null, "position": "200.00;8737.00", "size": "695;17", "children": [{"name": null, "role": "AXStaticText", "description": null, "role_description": "text", "value": "Export (Runnable JAR file)", "position": "218.00;8737.00", "size": "221;16", "children": []}, {"name": null, "role": "AXStaticText", "description": null, "role_description": "text", "value": "", "position": "440.00;8737.00", "size": "129;16", "children": []}, {"name": null, "role": "AXStaticText", "description": null, "role_description": "text", "value": "", "position": "570.00;8737.00", "size": "129;16", "children": []}, {"name": null, "role": "AXStaticText", "description": null, "role_description": "text", "value": "File", "position": "700.00;8737.00", "size": "129;16", "children": []}, {"name": null, "role": "AXStaticText", "description": null, "role_description": "text", "value": " ", "position": "830.00;8737.00", "size": "49;16", "children": []}]}, {"name": null, "role": "AXRow", "description": null, "role_description": "outline row", "value": null, "position": "200.00;8754.00", "size": "695;17", "children": [{"name": null, "role": "AXStaticText", "description": null, "role_description": "text", "value": "Export (Target definition)", "position": "218.00;8754.00", "size": "221;16", "children": []}, {"name": null, "role": "AXStaticText", "description": null, "role_description": "text", "value": "", "position": "440.00;8754.00", "size": "129;16", "children": []}, {"name": null, "role": "AXStaticText", "description": null, "role_description": "text", "value": "", "position": "570.00;8754.00", "size": "129;16", "children": []}, {"name": null, "role": "AXStaticText", "description": null, "role_description": "text", "value": "File", "position": "700.00;8754.00", "size": "129;16", "children": []}, {"name": null, "role": "AXStaticText", "description": null, "role_description": "text", "value": " ", "position": "830.00;8754.00", "size": "49;16", "children": []}]}, {"name": null, "role": "AXRow", "description": null, "role_description": "outline row", "value": null, "position": "200.00;8771.00", "size": "695;17", "children": [{"name": null, "role": "AXStaticText", "description": null, "role_description": "text", "value": "Export (Team Project Set)", "position": "218.00;8771.00", "size": "221;16", "children": []}, {"name": null, "role": "AXStaticText", "description": null, "role_description": "text", "value": "", "position": "440.00;8771.00", "size": "129;16", "children": []}, {"name": null, "role": "AXStaticText", "description": null, "role_description": "text", "value": "", "position": "570.00;8771.00", "size": "129;16", "children": []}, {"name": null, "role": "AXStaticText", "description": null, "role_description": "text", "value": "File", "position": "700.00;8771.00", "size": "129;16", "children": []}, {"name": null, "role": "AXStaticText", "description": null, "role_description": "text", "value": " ", "position": "830.00;8771.00", "size": "49;16", "children": []}]}, {"name": null, "role": "AXRow", "description": null, "role_description": "outline row", "value": null, "position": "200.00;8788.00", "size": "695;17", "children": [{"name": null, "role": "AXStaticText", "description": null, "role_description": "text", "value": "Export to Image", "position": "218.00;8788.00", "size": "221;16", "children": []}, {"name": null, "role": "AXStaticText", "description": null, "role_description": "text", "value": "", "position": "440.00;8788.00", "size": "129;16", "children": []}, {"name": null, "role": "AXStaticText", "description": null, "role_description": "text", "value": "", "position": "570.00;8788.00", "size": "129;16", "children": []}, {"name": null, "role": "AXStaticText", "description": null, "role_description": "text", "value": "Papyrus Category", "position": "700.00;8788.00", "size": "129;16", "children": []}, {"name": null, "role": "AXStaticText", "description": null, "role_description": "text", "value": " ", "position": "830.00;8788.00", "size": "49;16", "children": []}]}, {"name": null, "role": "AXRow", "description": null, "role_description": "outline row", "value": null, "position": "200.00;8805.00", "size": "695;17", "children": [{"name": null, "role": "AXStaticText", "description": null, "role_description": "text", "value": "Export to XLS", "position": "218.00;8805.00", "size": "221;16", "children": []}, {"name": null, "role": "AXStaticText", "description": null, "role_description": "text", "value": "", "position": "440.00;8805.00", "size": "129;16", "children": []}, {"name": null, "role": "AXStaticText", "description": null, "role_description": "text", "value": "", "position": "570.00;8805.00", "size": "129;16", "children": []}, {"name": null, "role": "AXStaticText", "description": null, "role_description": "text", "value": "Papyrus Category", "position": "700.00;8805.00", "size": "129;16", "children": []}, {"name": null, "role": "AXStaticText", "description": null, "role_description": "text", "value": " ", "position": "830.00;8805.00", "size": "49;16", "children": []}]}, {"name": null, "role": "AXRow", "description": null, "role_description": "outline row", "value": null, "position": "200.00;8822.00", "size": "695;17", "children": [{"name": null, "role": "AXStaticText", "description": null, "role_description": "text", "value": "Externalize Strings", "position": "218.00;8822.00", "size": "221;16", "children": []}, {"name": null, "role": "AXStaticText", "description": null, "role_description": "text", "value": "", "position": "440.00;8822.00", "size": "129;16", "children": []}, {"name": null, "role": "AXStaticText", "description": null, "role_description": "text", "value": "", "position": "570.00;8822.00", "size": "129;16", "children": []}, {"name": null, "role": "AXStaticText", "description": null, "role_description": "text", "value": "Source", "position": "700.00;8822.00", "size": "129;16", "children": []}, {"name": null, "role": "AXStaticText", "description": null, "role_description": "text", "value": " ", "position": "830.00;8822.00", "size": "49;16", "children": []}]}, {"name": null, "role": "AXRow", "description": null, "role_description": "outline row", "value": null, "position": "200.00;8839.00", "size": "695;17", "children": [{"name": null, "role": "AXStaticText", "description": null, "role_description": "text", "value": "External Tools...", "position": "218.00;8839.00", "size": "221;16", "children": []}, {"name": null, "role": "AXStaticText", "description": null, "role_description": "text", "value": "", "position": "440.00;8839.00", "size": "129;16", "children": []}, {"name": null, "role": "AXStaticText", "description": null, "role_description": "text", "value": "", "position": "570.00;8839.00", "size": "129;16", "children": []}, {"name": null, "role": "AXStaticText", "description": null, "role_description": "text", "value": "Run/Debug", "position": "700.00;8839.00", "size": "129;16", "children": []}, {"name": null, "role": "AXStaticText", "description": null, "role_description": "text", "value": " ", "position": "830.00;8839.00", "size": "49;16", "children": []}]}, {"name": null, "role": "AXRow", "description": null, "role_description": "outline row", "value": null, "position": "200.00;8856.00", "size": "695;17", "children": [{"name": null, "role": "AXStaticText", "description": null, "role_description": "text", "value": "Extract Class...", "position": "218.00;8856.00", "size": "221;16", "children": []}, {"name": null, "role": "AXStaticText", "description": null, "role_description": "text", "value": "", "position": "440.00;8856.00", "size": "129;16", "children": []}, {"name": null, "role": "AXStaticText", "description": null, "role_description": "text", "value": "", "position": "570.00;8856.00", "size": "129;16", "children": []}, {"name": null, "role": "AXStaticText", "description": null, "role_description": "text", "value": "Refactor - Java", "position": "700.00;8856.00", "size": "129;16", "children": []}, {"name": null, "role": "AXStaticText", "description": null, "role_description": "text", "value": " ", "position": "830.00;8856.00", "size": "49;16", "children": []}]}, {"name": null, "role": "AXRow", "description": null, "role_description": "outline row", "value": null, "position": "200.00;8873.00", "size": "695;17", "children": [{"name": null, "role": "AXStaticText", "description": null, "role_description": "text", "value": "Extract Constant", "position": "218.00;8873.00", "size": "221;16", "children": []}, {"name": null, "role": "AXStaticText", "description": null, "role_description": "text", "value": "", "position": "440.00;8873.00", "size": "129;16", "children": []}, {"name": null, "role": "AXStaticText", "description": null, "role_description": "text", "value": "", "position": "570.00;8873.00", "size": "129;16", "children": []}, {"name": null, "role": "AXStaticText", "description": null, "role_description": "text", "value": "Refactor - Java", "position": "700.00;8873.00", "size": "129;16", "children": []}, {"name": null, "role": "AXStaticText", "description": null, "role_description": "text", "value": " ", "position": "830.00;8873.00", "size": "49;16", "children": []}]}, {"name": null, "role": "AXRow", "description": null, "role_description": "outline row", "value": null, "position": "200.00;8890.00", "size": "695;17", "children": [{"name": null, "role": "AXStaticText", "description": null, "role_description": "text", "value": "Extract Interface", "position": "218.00;8890.00", "size": "221;16", "children": []}, {"name": null, "role": "AXStaticText", "description": null, "role_description": "text", "value": "", "position": "440.00;8890.00", "size": "129;16", "children": []}, {"name": null, "role": "AXStaticText", "description": null, "role_description": "text", "value": "", "position": "570.00;8890.00", "size": "129;16", "children": []}, {"name": null, "role": "AXStaticText", "description": null, "role_description": "text", "value": "Refactor - Java", "position": "700.00;8890.00", "size": "129;16", "children": []}, {"name": null, "role": "AXStaticText", "description": null, "role_description": "text", "value": " ", "position": "830.00;8890.00", "size": "49;16", "children": []}]}, {"name": null, "role": "AXRow", "description": null, "role_description": "outline row", "value": null, "position": "200.00;8907.00", "size": "695;17", "children": [{"name": null, "role": "AXStaticText", "description": null, "role_description": "text", "value": "Extract Local Variable", "position": "218.00;8907.00", "size": "221;16", "children": []}, {"name": null, "role": "AXStaticText", "description": null, "role_description": "text", "value": "⌥⇧L", "position": "440.00;8907.00", "size": "129;16", "children": []}, {"name": null, "role": "AXStaticText", "description": null, "role_description": "text", "value": "Editing JET Source", "position": "570.00;8907.00", "size": "129;16", "children": []}, {"name": null, "role": "AXStaticText", "description": null, "role_description": "text", "value": "Refactor - Java", "position": "700.00;8907.00", "size": "129;16", "children": []}, {"name": null, "role": "AXStaticText", "description": null, "role_description": "text", "value": " ", "position": "830.00;8907.00", "size": "49;16", "children": []}]}, {"name": null, "role": "AXRow", "description": null, "role_description": "outline row", "value": null, "position": "200.00;8924.00", "size": "695;17", "children": [{"name": null, "role": "AXStaticText", "description": null, "role_description": "text", "value": "Extract Local Variable", "position": "218.00;8924.00", "size": "221;16", "children": []}, {"name": null, "role": "AXStaticText", "description": null, "role_description": "text", "value": "⌥⌘L", "position": "440.00;8924.00", "size": "129;16", "children": []}, {"name": null, "role": "AXStaticText", "description": null, "role_description": "text", "value": "In Windows", "position": "570.00;8924.00", "size": "129;16", "children": []}, {"name": null, "role": "AXStaticText", "description": null, "role_description": "text", "value": "Refactor - Java", "position": "700.00;8924.00", "size": "129;16", "children": []}, {"name": null, "role": "AXStaticText", "description": null, "role_description": "text", "value": " ", "position": "830.00;8924.00", "size": "49;16", "children": []}]}, {"name": null, "role": "AXRow", "description": null, "role_description": "outline row", "value": null, "position": "200.00;8941.00", "size": "695;17", "children": [{"name": null, "role": "AXStaticText", "description": null, "role_description": "text", "value": "Extract Method", "position": "218.00;8941.00", "size": "221;16", "children": []}, {"name": null, "role": "AXStaticText", "description": null, "role_description": "text", "value": "⌥⌘M", "position": "440.00;8941.00", "size": "129;16", "children": []}, {"name": null, "role": "AXStaticText", "description": null, "role_description": "text", "value": "In Windows", "position": "570.00;8941.00", "size": "129;16", "children": []}, {"name": null, "role": "AXStaticText", "description": null, "role_description": "text", "value": "Refactor - Java", "position": "700.00;8941.00", "size": "129;16", "children": []}, {"name": null, "role": "AXStaticText", "description": null, "role_description": "text", "value": " ", "position": "830.00;8941.00", "size": "49;16", "children": []}]}, {"name": null, "role": "AXRow", "description": null, "role_description": "outline row", "value": null, "position": "200.00;8958.00", "size": "695;17", "children": [{"name": null, "role": "AXStaticText", "description": null, "role_description": "text", "value": "Extract Superclass", "position": "218.00;8958.00", "size": "221;16", "children": []}, {"name": null, "role": "AXStaticText", "description": null, "role_description": "text", "value": "", "position": "440.00;8958.00", "size": "129;16", "children": []}, {"name": null, "role": "AXStaticText", "description": null, "role_description": "text", "value": "", "position": "570.00;8958.00", "size": "129;16", "children": []}, {"name": null, "role": "AXStaticText", "description": null, "role_description": "text", "value": "Refactor - Java", "position": "700.00;8958.00", "size": "129;16", "children": []}, {"name": null, "role": "AXStaticText", "description": null, "role_description": "text", "value": " ", "position": "830.00;8958.00", "size": "49;16", "children": []}]}, {"name": null, "role": "AXRow", "description": null, "role_description": "outline row", "value": null, "position": "200.00;8975.00", "size": "695;17", "children": [{"name": null, "role": "AXStaticText", "description": null, "role_description": "text", "value": "Fetch", "position": "218.00;8975.00", "size": "221;16", "children": []}, {"name": null, "role": "AXStaticText", "description": null, "role_description": "text", "value": "", "position": "440.00;8975.00", "size": "129;16", "children": []}, {"name": null, "role": "AXStaticText", "description": null, "role_description": "text", "value": "", "position": "570.00;8975.00", "size": "129;16", "children": []}, {"name": null, "role": "AXStaticText", "description": null, "role_description": "text", "value": "Git", "position": "700.00;8975.00", "size": "129;16", "children": []}, {"name": null, "role": "AXStaticText", "description": null, "role_description": "text", "value": " ", "position": "830.00;8975.00", "size": "49;16", "children": []}]}, {"name": null, "role": "AXRow", "description": null, "role_description": "outline row", "value": null, "position": "200.00;8992.00", "size": "695;17", "children": [{"name": null, "role": "AXStaticText", "description": null, "role_description": "text", "value": "Fetch From Gerrit", "position": "218.00;8992.00", "size": "221;16", "children": []}, {"name": null, "role": "AXStaticText", "description": null, "role_description": "text", "value": "", "position": "440.00;8992.00", "size": "129;16", "children": []}, {"name": null, "role": "AXStaticText", "description": null, "role_description": "text", "value": "", "position": "570.00;8992.00", "size": "129;16", "children": []}, {"name": null, "role": "AXStaticText", "description": null, "role_description": "text", "value": "Git", "position": "700.00;8992.00", "size": "129;16", "children": []}, {"name": null, "role": "AXStaticText", "description": null, "role_description": "text", "value": " ", "position": "830.00;8992.00", "size": "49;16", "children": []}]}, {"name": null, "role": "AXRow", "description": null, "role_description": "outline row", "value": null, "position": "200.00;9009.00", "size": "695;17", "children": [{"name": null, "role": "AXStaticText", "description": null, "role_description": "text", "value": "Fetch from Upstream", "position": "218.00;9009.00", "size": "221;16", "children": []}, {"name": null, "role": "AXStaticText", "description": null, "role_description": "text", "value": "", "position": "440.00;9009.00", "size": "129;16", "children": []}, {"name": null, "role": "AXStaticText", "description": null, "role_description": "text", "value": "", "position": "570.00;9009.00", "size": "129;16", "children": []}, {"name": null, "role": "AXStaticText", "description": null, "role_description": "text", "value": "Git", "position": "700.00;9009.00", "size": "129;16", "children": []}, {"name": null, "role": "AXStaticText", "description": null, "role_description": "text", "value": " ", "position": "830.00;9009.00", "size": "49;16", "children": []}]}, {"name": null, "role": "AXRow", "description": null, "role_description": "outline row", "value": null, "position": "200.00;9026.00", "size": "695;17", "children": [{"name": null, "role": "AXStaticText", "description": null, "role_description": "text", "value": "Fetch Gitea Pull Request", "position": "218.00;9026.00", "size": "221;16", "children": []}, {"name": null, "role": "AXStaticText", "description": null, "role_description": "text", "value": "", "position": "440.00;9026.00", "size": "129;16", "children": []}, {"name": null, "role": "AXStaticText", "description": null, "role_description": "text", "value": "", "position": "570.00;9026.00", "size": "129;16", "children": []}, {"name": null, "role": "AXStaticText", "description": null, "role_description": "text", "value": "Git", "position": "700.00;9026.00", "size": "129;16", "children": []}, {"name": null, "role": "AXStaticText", "description": null, "role_description": "text", "value": " ", "position": "830.00;9026.00", "size": "49;16", "children": []}]}, {"name": null, "role": "AXRow", "description": null, "role_description": "outline row", "value": null, "position": "200.00;9043.00", "size": "695;17", "children": [{"name": null, "role": "AXStaticText", "description": null, "role_description": "text", "value": "Fetch GitHub Pull Request", "position": "218.00;9043.00", "size": "221;16", "children": []}, {"name": null, "role": "AXStaticText", "description": null, "role_description": "text", "value": "", "position": "440.00;9043.00", "size": "129;16", "children": []}, {"name": null, "role": "AXStaticText", "description": null, "role_description": "text", "value": "", "position": "570.00;9043.00", "size": "129;16", "children": []}, {"name": null, "role": "AXStaticText", "description": null, "role_description": "text", "value": "Git", "position": "700.00;9043.00", "size": "129;16", "children": []}, {"name": null, "role": "AXStaticText", "description": null, "role_description": "text", "value": " ", "position": "830.00;9043.00", "size": "49;16", "children": []}]}, {"name": null, "role": "AXRow", "description": null, "role_description": "outline row", "value": null, "position": "200.00;9060.00", "size": "695;17", "children": [{"name": null, "role": "AXStaticText", "description": null, "role_description": "text", "value": "Fetch GitLab Merge Request", "position": "218.00;9060.00", "size": "221;16", "children": []}, {"name": null, "role": "AXStaticText", "description": null, "role_description": "text", "value": "", "position": "440.00;9060.00", "size": "129;16", "children": []}, {"name": null, "role": "AXStaticText", "description": null, "role_description": "text", "value": "", "position": "570.00;9060.00", "size": "129;16", "children": []}, {"name": null, "role": "AXStaticText", "description": null, "role_description": "text", "value": "Git", "position": "700.00;9060.00", "size": "129;16", "children": []}, {"name": null, "role": "AXStaticText", "description": null, "role_description": "text", "value": " ", "position": "830.00;9060.00", "size": "49;16", "children": []}]}, {"name": null, "role": "AXRow", "description": null, "role_description": "outline row", "value": null, "position": "200.00;9077.00", "size": "695;17", "children": [{"name": null, "role": "AXStaticText", "description": null, "role_description": "text", "value": "File Search", "position": "218.00;9077.00", "size": "221;16", "children": []}, {"name": null, "role": "AXStaticText", "description": null, "role_description": "text", "value": "", "position": "440.00;9077.00", "size": "129;16", "children": []}, {"name": null, "role": "AXStaticText", "description": null, "role_description": "text", "value": "", "position": "570.00;9077.00", "size": "129;16", "children": []}, {"name": null, "role": "AXStaticText", "description": null, "role_description": "text", "value": "Search", "position": "700.00;9077.00", "size": "129;16", "children": []}, {"name": null, "role": "AXStaticText", "description": null, "role_description": "text", "value": " ", "position": "830.00;9077.00", "size": "49;16", "children": []}]}, {"name": null, "role": "AXRow", "description": null, "role_description": "outline row", "value": null, "position": "200.00;9094.00", "size": "695;17", "children": [{"name": null, "role": "AXStaticText", "description": null, "role_description": "text", "value": "Fill Black Command", "position": "218.00;9094.00", "size": "221;16", "children": []}, {"name": null, "role": "AXStaticText", "description": null, "role_description": "text", "value": "", "position": "440.00;9094.00", "size": "129;16", "children": []}, {"name": null, "role": "AXStaticText", "description": null, "role_description": "text", "value": "", "position": "570.00;9094.00", "size": "129;16", "children": []}, {"name": null, "role": "AXStaticText", "description": null, "role_description": "text", "value": "Papyrus Category", "position": "700.00;9094.00", "size": "129;16", "children": []}, {"name": null, "role": "AXStaticText", "description": null, "role_description": "text", "value": " ", "position": "830.00;9094.00", "size": "49;16", "children": []}]}, {"name": null, "role": "AXRow", "description": null, "role_description": "outline row", "value": null, "position": "200.00;9111.00", "size": "695;17", "children": [{"name": null, "role": "AXStaticText", "description": null, "role_description": "text", "value": "Fill Blue Command", "position": "218.00;9111.00", "size": "221;16", "children": []}, {"name": null, "role": "AXStaticText", "description": null, "role_description": "text", "value": "", "position": "440.00;9111.00", "size": "129;16", "children": []}, {"name": null, "role": "AXStaticText", "description": null, "role_description": "text", "value": "", "position": "570.00;9111.00", "size": "129;16", "children": []}, {"name": null, "role": "AXStaticText", "description": null, "role_description": "text", "value": "Papyrus Category", "position": "700.00;9111.00", "size": "129;16", "children": []}, {"name": null, "role": "AXStaticText", "description": null, "role_description": "text", "value": " ", "position": "830.00;9111.00", "size": "49;16", "children": []}]}, {"name": null, "role": "AXRow", "description": null, "role_description": "outline row", "value": null, "position": "200.00;9128.00", "size": "695;17", "children": [{"name": null, "role": "AXStaticText", "description": null, "role_description": "text", "value": "Fill Cyan Command", "position": "218.00;9128.00", "size": "221;16", "children": []}, {"name": null, "role": "AXStaticText", "description": null, "role_description": "text", "value": "", "position": "440.00;9128.00", "size": "129;16", "children": []}, {"name": null, "role": "AXStaticText", "description": null, "role_description": "text", "value": "", "position": "570.00;9128.00", "size": "129;16", "children": []}, {"name": null, "role": "AXStaticText", "description": null, "role_description": "text", "value": "Papyrus Category", "position": "700.00;9128.00", "size": "129;16", "children": []}, {"name": null, "role": "AXStaticText", "description": null, "role_description": "text", "value": " ", "position": "830.00;9128.00", "size": "49;16", "children": []}]}, {"name": null, "role": "AXRow", "description": null, "role_description": "outline row", "value": null, "position": "200.00;9145.00", "size": "695;17", "children": [{"name": null, "role": "AXStaticText", "description": null, "role_description": "text", "value": "Fill Dark Gray Command", "position": "218.00;9145.00", "size": "221;16", "children": []}, {"name": null, "role": "AXStaticText", "description": null, "role_description": "text", "value": "", "position": "440.00;9145.00", "size": "129;16", "children": []}, {"name": null, "role": "AXStaticText", "description": null, "role_description": "text", "value": "", "position": "570.00;9145.00", "size": "129;16", "children": []}, {"name": null, "role": "AXStaticText", "description": null, "role_description": "text", "value": "Papyrus Category", "position": "700.00;9145.00", "size": "129;16", "children": []}, {"name": null, "role": "AXStaticText", "description": null, "role_description": "text", "value": " ", "position": "830.00;9145.00", "size": "49;16", "children": []}]}, {"name": null, "role": "AXRow", "description": null, "role_description": "outline row", "value": null, "position": "200.00;9162.00", "size": "695;17", "children": [{"name": null, "role": "AXStaticText", "description": null, "role_description": "text", "value": "Fill Default Color Command", "position": "218.00;9162.00", "size": "221;16", "children": []}, {"name": null, "role": "AXStaticText", "description": null, "role_description": "text", "value": "", "position": "440.00;9162.00", "size": "129;16", "children": []}, {"name": null, "role": "AXStaticText", "description": null, "role_description": "text", "value": "", "position": "570.00;9162.00", "size": "129;16", "children": []}, {"name": null, "role": "AXStaticText", "description": null, "role_description": "text", "value": "Papyrus Category", "position": "700.00;9162.00", "size": "129;16", "children": []}, {"name": null, "role": "AXStaticText", "description": null, "role_description": "text", "value": " ", "position": "830.00;9162.00", "size": "49;16", "children": []}]}, {"name": null, "role": "AXRow", "description": null, "role_description": "outline row", "value": null, "position": "200.00;9179.00", "size": "695;17", "children": [{"name": null, "role": "AXStaticText", "description": null, "role_description": "text", "value": "Fill Gray Command", "position": "218.00;9179.00", "size": "221;16", "children": []}, {"name": null, "role": "AXStaticText", "description": null, "role_description": "text", "value": "", "position": "440.00;9179.00", "size": "129;16", "children": []}, {"name": null, "role": "AXStaticText", "description": null, "role_description": "text", "value": "", "position": "570.00;9179.00", "size": "129;16", "children": []}, {"name": null, "role": "AXStaticText", "description": null, "role_description": "text", "value": "Papyrus Category", "position": "700.00;9179.00", "size": "129;16", "children": []}, {"name": null, "role": "AXStaticText", "description": null, "role_description": "text", "value": " ", "position": "830.00;9179.00", "size": "49;16", "children": []}]}, {"name": null, "role": "AXRow", "description": null, "role_description": "outline row", "value": null, "position": "200.00;9196.00", "size": "695;17", "children": [{"name": null, "role": "AXStaticText", "description": null, "role_description": "text", "value": "Fill Green Command", "position": "218.00;9196.00", "size": "221;16", "children": []}, {"name": null, "role": "AXStaticText", "description": null, "role_description": "text", "value": "", "position": "440.00;9196.00", "size": "129;16", "children": []}, {"name": null, "role": "AXStaticText", "description": null, "role_description": "text", "value": "", "position": "570.00;9196.00", "size": "129;16", "children": []}, {"name": null, "role": "AXStaticText", "description": null, "role_description": "text", "value": "Papyrus Category", "position": "700.00;9196.00", "size": "129;16", "children": []}, {"name": null, "role": "AXStaticText", "description": null, "role_description": "text", "value": " ", "position": "830.00;9196.00", "size": "49;16", "children": []}]}, {"name": null, "role": "AXRow", "description": null, "role_description": "outline row", "value": null, "position": "200.00;9213.00", "size": "695;17", "children": [{"name": null, "role": "AXStaticText", "description": null, "role_description": "text", "value": "Fill Light Gray Command", "position": "218.00;9213.00", "size": "221;16", "children": []}, {"name": null, "role": "AXStaticText", "description": null, "role_description": "text", "value": "", "position": "440.00;9213.00", "size": "129;16", "children": []}, {"name": null, "role": "AXStaticText", "description": null, "role_description": "text", "value": "", "position": "570.00;9213.00", "size": "129;16", "children": []}, {"name": null, "role": "AXStaticText", "description": null, "role_description": "text", "value": "Papyrus Category", "position": "700.00;9213.00", "size": "129;16", "children": []}, {"name": null, "role": "AXStaticText", "description": null, "role_description": "text", "value": " ", "position": "830.00;9213.00", "size": "49;16", "children": []}]}, {"name": null, "role": "AXRow", "description": null, "role_description": "outline row", "value": null, "position": "200.00;9230.00", "size": "695;17", "children": [{"name": null, "role": "AXStaticText", "description": null, "role_description": "text", "value": "Fill Magenta Command", "position": "218.00;9230.00", "size": "221;16", "children": []}, {"name": null, "role": "AXStaticText", "description": null, "role_description": "text", "value": "", "position": "440.00;9230.00", "size": "129;16", "children": []}, {"name": null, "role": "AXStaticText", "description": null, "role_description": "text", "value": "", "position": "570.00;9230.00", "size": "129;16", "children": []}, {"name": null, "role": "AXStaticText", "description": null, "role_description": "text", "value": "Papyrus Category", "position": "700.00;9230.00", "size": "129;16", "children": []}, {"name": null, "role": "AXStaticText", "description": null, "role_description": "text", "value": " ", "position": "830.00;9230.00", "size": "49;16", "children": []}]}, {"name": null, "role": "AXRow", "description": null, "role_description": "outline row", "value": null, "position": "200.00;9247.00", "size": "695;17", "children": [{"name": null, "role": "AXStaticText", "description": null, "role_description": "text", "value": "Fill Orange Command", "position": "218.00;9247.00", "size": "221;16", "children": []}, {"name": null, "role": "AXStaticText", "description": null, "role_description": "text", "value": "", "position": "440.00;9247.00", "size": "129;16", "children": []}, {"name": null, "role": "AXStaticText", "description": null, "role_description": "text", "value": "", "position": "570.00;9247.00", "size": "129;16", "children": []}, {"name": null, "role": "AXStaticText", "description": null, "role_description": "text", "value": "Papyrus Category", "position": "700.00;9247.00", "size": "129;16", "children": []}, {"name": null, "role": "AXStaticText", "description": null, "role_description": "text", "value": " ", "position": "830.00;9247.00", "size": "49;16", "children": []}]}, {"name": null, "role": "AXRow", "description": null, "role_description": "outline row", "value": null, "position": "200.00;9264.00", "size": "695;17", "children": [{"name": null, "role": "AXStaticText", "description": null, "role_description": "text", "value": "Fill Pink Command", "position": "218.00;9264.00", "size": "221;16", "children": []}, {"name": null, "role": "AXStaticText", "description": null, "role_description": "text", "value": "", "position": "440.00;9264.00", "size": "129;16", "children": []}, {"name": null, "role": "AXStaticText", "description": null, "role_description": "text", "value": "", "position": "570.00;9264.00", "size": "129;16", "children": []}, {"name": null, "role": "AXStaticText", "description": null, "role_description": "text", "value": "Papyrus Category", "position": "700.00;9264.00", "size": "129;16", "children": []}, {"name": null, "role": "AXStaticText", "description": null, "role_description": "text", "value": " ", "position": "830.00;9264.00", "size": "49;16", "children": []}]}, {"name": null, "role": "AXRow", "description": null, "role_description": "outline row", "value": null, "position": "200.00;9281.00", "size": "695;17", "children": [{"name": null, "role": "AXStaticText", "description": null, "role_description": "text", "value": "Fill Red Command", "position": "218.00;9281.00", "size": "221;16", "children": []}, {"name": null, "role": "AXStaticText", "description": null, "role_description": "text", "value": "", "position": "440.00;9281.00", "size": "129;16", "children": []}, {"name": null, "role": "AXStaticText", "description": null, "role_description": "text", "value": "", "position": "570.00;9281.00", "size": "129;16", "children": []}, {"name": null, "role": "AXStaticText", "description": null, "role_description": "text", "value": "Papyrus Category", "position": "700.00;9281.00", "size": "129;16", "children": []}, {"name": null, "role": "AXStaticText", "description": null, "role_description": "text", "value": " ", "position": "830.00;9281.00", "size": "49;16", "children": []}]}, {"name": null, "role": "AXRow", "description": null, "role_description": "outline row", "value": null, "position": "200.00;9298.00", "size": "695;17", "children": [{"name": null, "role": "AXStaticText", "description": null, "role_description": "text", "value": "Fill White Command", "position": "218.00;9298.00", "size": "221;16", "children": []}, {"name": null, "role": "AXStaticText", "description": null, "role_description": "text", "value": "", "position": "440.00;9298.00", "size": "129;16", "children": []}, {"name": null, "role": "AXStaticText", "description": null, "role_description": "text", "value": "", "position": "570.00;9298.00", "size": "129;16", "children": []}, {"name": null, "role": "AXStaticText", "description": null, "role_description": "text", "value": "Papyrus Category", "position": "700.00;9298.00", "size": "129;16", "children": []}, {"name": null, "role": "AXStaticText", "description": null, "role_description": "text", "value": " ", "position": "830.00;9298.00", "size": "49;16", "children": []}]}, {"name": null, "role": "AXRow", "description": null, "role_description": "outline row", "value": null, "position": "200.00;9315.00", "size": "695;17", "children": [{"name": null, "role": "AXStaticText", "description": null, "role_description": "text", "value": "Fill With Another Color Command", "position": "218.00;9315.00", "size": "221;16", "children": []}, {"name": null, "role": "AXStaticText", "description": null, "role_description": "text", "value": "", "position": "440.00;9315.00", "size": "129;16", "children": []}, {"name": null, "role": "AXStaticText", "description": null, "role_description": "text", "value": "", "position": "570.00;9315.00", "size": "129;16", "children": []}, {"name": null, "role": "AXStaticText", "description": null, "role_description": "text", "value": "Papyrus Category", "position": "700.00;9315.00", "size": "129;16", "children": []}, {"name": null, "role": "AXStaticText", "description": null, "role_description": "text", "value": " ", "position": "830.00;9315.00", "size": "49;16", "children": []}]}, {"name": null, "role": "AXRow", "description": null, "role_description": "outline row", "value": null, "position": "200.00;9332.00", "size": "695;17", "children": [{"name": null, "role": "AXStaticText", "description": null, "role_description": "text", "value": "Fill Yellow Command", "position": "218.00;9332.00", "size": "221;16", "children": []}, {"name": null, "role": "AXStaticText", "description": null, "role_description": "text", "value": "", "position": "440.00;9332.00", "size": "129;16", "children": []}, {"name": null, "role": "AXStaticText", "description": null, "role_description": "text", "value": "", "position": "570.00;9332.00", "size": "129;16", "children": []}, {"name": null, "role": "AXStaticText", "description": null, "role_description": "text", "value": "Papyrus Category", "position": "700.00;9332.00", "size": "129;16", "children": []}, {"name": null, "role": "AXStaticText", "description": null, "role_description": "text", "value": " ", "position": "830.00;9332.00", "size": "49;16", "children": []}]}, {"name": null, "role": "AXRow", "description": null, "role_description": "outline row", "value": null, "position": "200.00;9349.00", "size": "695;17", "children": [{"name": null, "role": "AXStaticText", "description": null, "role_description": "text", "value": "Find Actions", "position": "218.00;9349.00", "size": "221;16", "children": []}, {"name": null, "role": "AXStaticText", "description": null, "role_description": "text", "value": "⌘3", "position": "440.00;9349.00", "size": "129;16", "children": []}, {"name": null, "role": "AXStaticText", "description": null, "role_description": "text", "value": "In Windows", "position": "570.00;9349.00", "size": "129;16", "children": []}, {"name": null, "role": "AXStaticText", "description": null, "role_description": "text", "value": "Window", "position": "700.00;9349.00", "size": "129;16", "children": []}, {"name": null, "role": "AXStaticText", "description": null, "role_description": "text", "value": " ", "position": "830.00;9349.00", "size": "49;16", "children": []}]}, {"name": null, "role": "AXRow", "description": null, "role_description": "outline row", "value": null, "position": "200.00;9366.00", "size": "695;17", "children": [{"name": null, "role": "AXStaticText", "description": null, "role_description": "text", "value": "Find and Replace", "position": "218.00;9366.00", "size": "221;16", "children": []}, {"name": null, "role": "AXStaticText", "description": null, "role_description": "text", "value": "⌘F", "position": "440.00;9366.00", "size": "129;16", "children": []}, {"name": null, "role": "AXStaticText", "description": null, "role_description": "text", "value": "In Windows", "position": "570.00;9366.00", "size": "129;16", "children": []}, {"name": null, "role": "AXStaticText", "description": null, "role_description": "text", "value": "Edit", "position": "700.00;9366.00", "size": "129;16", "children": []}, {"name": null, "role": "AXStaticText", "description": null, "role_description": "text", "value": " ", "position": "830.00;9366.00", "size": "49;16", "children": []}]}, {"name": null, "role": "AXRow", "description": null, "role_description": "outline row", "value": null, "position": "200.00;9383.00", "size": "695;17", "children": [{"name": null, "role": "AXStaticText", "description": null, "role_description": "text", "value": "Find Broken Externalized Strings", "position": "218.00;9383.00", "size": "221;16", "children": []}, {"name": null, "role": "AXStaticText", "description": null, "role_description": "text", "value": "", "position": "440.00;9383.00", "size": "129;16", "children": []}, {"name": null, "role": "AXStaticText", "description": null, "role_description": "text", "value": "", "position": "570.00;9383.00", "size": "129;16", "children": []}, {"name": null, "role": "AXStaticText", "description": null, "role_description": "text", "value": "Source", "position": "700.00;9383.00", "size": "129;16", "children": []}, {"name": null, "role": "AXStaticText", "description": null, "role_description": "text", "value": " ", "position": "830.00;9383.00", "size": "49;16", "children": []}]}, {"name": null, "role": "AXRow", "description": null, "role_description": "outline row", "value": null, "position": "200.00;9400.00", "size": "695;17", "children": [{"name": null, "role": "AXStaticText", "description": null, "role_description": "text", "value": "Find Next", "position": "218.00;9400.00", "size": "221;16", "children": []}, {"name": null, "role": "AXStaticText", "description": null, "role_description": "text", "value": "⌘K", "position": "440.00;9400.00", "size": "129;16", "children": []}, {"name": null, "role": "AXStaticText", "description": null, "role_description": "text", "value": "Embedded Xtext Editor context", "position": "570.00;9400.00", "size": "129;16", "children": []}, {"name": null, "role": "AXStaticText", "description": null, "role_description": "text", "value": "Edit", "position": "700.00;9400.00", "size": "129;16", "children": []}, {"name": null, "role": "AXStaticText", "description": null, "role_description": "text", "value": " ", "position": "830.00;9400.00", "size": "49;16", "children": []}]}, {"name": null, "role": "AXRow", "description": null, "role_description": "outline row", "value": null, "position": "200.00;9417.00", "size": "695;17", "children": [{"name": null, "role": "AXStaticText", "description": null, "role_description": "text", "value": "Find Next", "position": "218.00;9417.00", "size": "221;16", "children": []}, {"name": null, "role": "AXStaticText", "description": null, "role_description": "text", "value": "⌘K", "position": "440.00;9417.00", "size": "129;16", "children": []}, {"name": null, "role": "AXStaticText", "description": null, "role_description": "text", "value": "In Windows", "position": "570.00;9417.00", "size": "129;16", "children": []}, {"name": null, "role": "AXStaticText", "description": null, "role_description": "text", "value": "Edit", "position": "700.00;9417.00", "size": "129;16", "children": []}, {"name": null, "role": "AXStaticText", "description": null, "role_description": "text", "value": " ", "position": "830.00;9417.00", "size": "49;16", "children": []}]}, {"name": null, "role": "AXRow", "description": null, "role_description": "outline row", "value": null, "position": "200.00;9434.00", "size": "695;17", "children": [{"name": null, "role": "AXStaticText", "description": null, "role_description": "text", "value": "Find Previous", "position": "218.00;9434.00", "size": "221;16", "children": []}, {"name": null, "role": "AXStaticText", "description": null, "role_description": "text", "value": "⇧⌘K", "position": "440.00;9434.00", "size": "129;16", "children": []}, {"name": null, "role": "AXStaticText", "description": null, "role_description": "text", "value": "Embedded Xtext Editor context", "position": "570.00;9434.00", "size": "129;16", "children": []}, {"name": null, "role": "AXStaticText", "description": null, "role_description": "text", "value": "Edit", "position": "700.00;9434.00", "size": "129;16", "children": []}, {"name": null, "role": "AXStaticText", "description": null, "role_description": "text", "value": " ", "position": "830.00;9434.00", "size": "49;16", "children": []}]}, {"name": null, "role": "AXRow", "description": null, "role_description": "outline row", "value": null, "position": "200.00;9451.00", "size": "695;17", "children": [{"name": null, "role": "AXStaticText", "description": null, "role_description": "text", "value": "Find Previous", "position": "218.00;9451.00", "size": "221;16", "children": []}, {"name": null, "role": "AXStaticText", "description": null, "role_description": "text", "value": "⇧⌘K", "position": "440.00;9451.00", "size": "129;16", "children": []}, {"name": null, "role": "AXStaticText", "description": null, "role_description": "text", "value": "In Windows", "position": "570.00;9451.00", "size": "129;16", "children": []}, {"name": null, "role": "AXStaticText", "description": null, "role_description": "text", "value": "Edit", "position": "700.00;9451.00", "size": "129;16", "children": []}, {"name": null, "role": "AXStaticText", "description": null, "role_description": "text", "value": " ", "position": "830.00;9451.00", "size": "49;16", "children": []}]}, {"name": null, "role": "AXRow", "description": null, "role_description": "outline row", "value": null, "position": "200.00;9468.00", "size": "695;17", "children": [{"name": null, "role": "AXStaticText", "description": null, "role_description": "text", "value": "Find References", "position": "218.00;9468.00", "size": "221;16", "children": []}, {"name": null, "role": "AXStaticText", "description": null, "role_description": "text", "value": "⇧⌘G", "position": "440.00;9468.00", "size": "129;16", "children": []}, {"name": null, "role": "AXStaticText", "description": null, "role_description": "text", "value": "Editing Xtext Source", "position": "570.00;9468.00", "size": "129;16", "children": []}, {"name": null, "role": "AXStaticText", "description": null, "role_description": "text", "value": "Navigate", "position": "700.00;9468.00", "size": "129;16", "children": []}, {"name": null, "role": "AXStaticText", "description": null, "role_description": "text", "value": " ", "position": "830.00;9468.00", "size": "49;16", "children": []}]}, {"name": null, "role": "AXRow", "description": null, "role_description": "outline row", "value": null, "position": "200.00;9485.00", "size": "695;17", "children": [{"name": null, "role": "AXStaticText", "description": null, "role_description": "text", "value": "Find Text in File", "position": "218.00;9485.00", "size": "221;16", "children": []}, {"name": null, "role": "AXStaticText", "description": null, "role_description": "text", "value": "", "position": "440.00;9485.00", "size": "129;16", "children": []}, {"name": null, "role": "AXStaticText", "description": null, "role_description": "text", "value": "", "position": "570.00;9485.00", "size": "129;16", "children": []}, {"name": null, "role": "AXStaticText", "description": null, "role_description": "text", "value": "Search", "position": "700.00;9485.00", "size": "129;16", "children": []}, {"name": null, "role": "AXStaticText", "description": null, "role_description": "text", "value": " ", "position": "830.00;9485.00", "size": "49;16", "children": []}]}, {"name": null, "role": "AXRow", "description": null, "role_description": "outline row", "value": null, "position": "200.00;9502.00", "size": "695;17", "children": [{"name": null, "role": "AXStaticText", "description": null, "role_description": "text", "value": "Find Text in Project", "position": "218.00;9502.00", "size": "221;16", "children": []}, {"name": null, "role": "AXStaticText", "description": null, "role_description": "text", "value": "", "position": "440.00;9502.00", "size": "129;16", "children": []}, {"name": null, "role": "AXStaticText", "description": null, "role_description": "text", "value": "", "position": "570.00;9502.00", "size": "129;16", "children": []}, {"name": null, "role": "AXStaticText", "description": null, "role_description": "text", "value": "Search", "position": "700.00;9502.00", "size": "129;16", "children": []}, {"name": null, "role": "AXStaticText", "description": null, "role_description": "text", "value": " ", "position": "830.00;9502.00", "size": "49;16", "children": []}]}, {"name": null, "role": "AXRow", "description": null, "role_description": "outline row", "value": null, "position": "200.00;9519.00", "size": "695;17", "children": [{"name": null, "role": "AXStaticText", "description": null, "role_description": "text", "value": "Find Text in Working Set", "position": "218.00;9519.00", "size": "221;16", "children": []}, {"name": null, "role": "AXStaticText", "description": null, "role_description": "text", "value": "", "position": "440.00;9519.00", "size": "129;16", "children": []}, {"name": null, "role": "AXStaticText", "description": null, "role_description": "text", "value": "", "position": "570.00;9519.00", "size": "129;16", "children": []}, {"name": null, "role": "AXStaticText", "description": null, "role_description": "text", "value": "Search", "position": "700.00;9519.00", "size": "129;16", "children": []}, {"name": null, "role": "AXStaticText", "description": null, "role_description": "text", "value": " ", "position": "830.00;9519.00", "size": "49;16", "children": []}]}, {"name": null, "role": "AXRow", "description": null, "role_description": "outline row", "value": null, "position": "200.00;9536.00", "size": "695;17", "children": [{"name": null, "role": "AXStaticText", "description": null, "role_description": "text", "value": "Find Text in Workspace", "position": "218.00;9536.00", "size": "221;16", "children": []}, {"name": null, "role": "AXStaticText", "description": null, "role_description": "text", "value": "⌥⌘G", "position": "440.00;9536.00", "size": "129;16", "children": []}, {"name": null, "role": "AXStaticText", "description": null, "role_description": "text", "value": "In Windows", "position": "570.00;9536.00", "size": "129;16", "children": []}, {"name": null, "role": "AXStaticText", "description": null, "role_description": "text", "value": "Search", "position": "700.00;9536.00", "size": "129;16", "children": []}, {"name": null, "role": "AXStaticText", "description": null, "role_description": "text", "value": " ", "position": "830.00;9536.00", "size": "49;16", "children": []}]}, {"name": null, "role": "AXRow", "description": null, "role_description": "outline row", "value": null, "position": "200.00;9553.00", "size": "695;17", "children": [{"name": null, "role": "AXStaticText", "description": null, "role_description": "text", "value": "Focus on Active Task", "position": "218.00;9553.00", "size": "221;16", "children": []}, {"name": null, "role": "AXStaticText", "description": null, "role_description": "text", "value": "⌥⇧H", "position": "440.00;9553.00", "size": "129;16", "children": []}, {"name": null, "role": "AXStaticText", "description": null, "role_description": "text", "value": "In Windows", "position": "570.00;9553.00", "size": "129;16", "children": []}, {"name": null, "role": "AXStaticText", "description": null, "role_description": "text", "value": "Focused UI", "position": "700.00;9553.00", "size": "129;16", "children": []}, {"name": null, "role": "AXStaticText", "description": null, "role_description": "text", "value": " ", "position": "830.00;9553.00", "size": "49;16", "children": []}]}, {"name": null, "role": "AXRow", "description": null, "role_description": "outline row", "value": null, "position": "200.00;9570.00", "size": "695;17", "children": [{"name": null, "role": "AXStaticText", "description": null, "role_description": "text", "value": "Force Return", "position": "218.00;9570.00", "size": "221;16", "children": []}, {"name": null, "role": "AXStaticText", "description": null, "role_description": "text", "value": "⌥⌘F", "position": "440.00;9570.00", "size": "129;16", "children": []}, {"name": null, "role": "AXStaticText", "description": null, "role_description": "text", "value": "In Windows", "position": "570.00;9570.00", "size": "129;16", "children": []}, {"name": null, "role": "AXStaticText", "description": null, "role_description": "text", "value": "Run/Debug", "position": "700.00;9570.00", "size": "129;16", "children": []}, {"name": null, "role": "AXStaticText", "description": null, "role_description": "text", "value": " ", "position": "830.00;9570.00", "size": "49;16", "children": []}]}, {"name": null, "role": "AXRow", "description": null, "role_description": "outline row", "value": null, "position": "200.00;9587.00", "size": "695;17", "children": [{"name": null, "role": "AXStaticText", "description": null, "role_description": "text", "value": "Format", "position": "218.00;9587.00", "size": "221;16", "children": []}, {"name": null, "role": "AXStaticText", "description": null, "role_description": "text", "value": "⇧⌘F", "position": "440.00;9587.00", "size": "129;16", "children": []}, {"name": null, "role": "AXStaticText", "description": null, "role_description": "text", "value": "Editing Ant Buildfiles", "position": "570.00;9587.00", "size": "129;16", "children": []}, {"name": null, "role": "AXStaticText", "description": null, "role_description": "text", "value": "Source", "position": "700.00;9587.00", "size": "129;16", "children": []}, {"name": null, "role": "AXStaticText", "description": null, "role_description": "text", "value": " ", "position": "830.00;9587.00", "size": "49;16", "children": []}]}, {"name": null, "role": "AXRow", "description": null, "role_description": "outline row", "value": null, "position": "200.00;9604.00", "size": "695;17", "children": [{"name": null, "role": "AXStaticText", "description": null, "role_description": "text", "value": "Format", "position": "218.00;9604.00", "size": "221;16", "children": []}, {"name": null, "role": "AXStaticText", "description": null, "role_description": "text", "value": "⇧⌘F", "position": "440.00;9604.00", "size": "129;16", "children": []}, {"name": null, "role": "AXStaticText", "description": null, "role_description": "text", "value": "Editing Java Source", "position": "570.00;9604.00", "size": "129;16", "children": []}, {"name": null, "role": "AXStaticText", "description": null, "role_description": "text", "value": "Source", "position": "700.00;9604.00", "size": "129;16", "children": []}, {"name": null, "role": "AXStaticText", "description": null, "role_description": "text", "value": " ", "position": "830.00;9604.00", "size": "49;16", "children": []}]}, {"name": null, "role": "AXRow", "description": null, "role_description": "outline row", "value": null, "position": "200.00;9621.00", "size": "695;17", "children": [{"name": null, "role": "AXStaticText", "description": null, "role_description": "text", "value": "Format", "position": "218.00;9621.00", "size": "221;16", "children": []}, {"name": null, "role": "AXStaticText", "description": null, "role_description": "text", "value": "⇧⌘F", "position": "440.00;9621.00", "size": "129;16", "children": []}, {"name": null, "role": "AXStaticText", "description": null, "role_description": "text", "value": "Editing JET Source", "position": "570.00;9621.00", "size": "129;16", "children": []}, {"name": null, "role": "AXStaticText", "description": null, "role_description": "text", "value": "JET Source Actions", "position": "700.00;9621.00", "size": "129;16", "children": []}, {"name": null, "role": "AXStaticText", "description": null, "role_description": "text", "value": " ", "position": "830.00;9621.00", "size": "49;16", "children": []}]}, {"name": null, "role": "AXRow", "description": null, "role_description": "outline row", "value": null, "position": "200.00;9638.00", "size": "695;17", "children": [{"name": null, "role": "AXStaticText", "description": null, "role_description": "text", "value": "Format", "position": "218.00;9638.00", "size": "221;16", "children": []}, {"name": null, "role": "AXStaticText", "description": null, "role_description": "text", "value": "⇧⌘F", "position": "440.00;9638.00", "size": "129;16", "children": []}, {"name": null, "role": "AXStaticText", "description": null, "role_description": "text", "value": "Editing Xtext Source", "position": "570.00;9638.00", "size": "129;16", "children": []}, {"name": null, "role": "AXStaticText", "description": null, "role_description": "text", "value": "Editing", "position": "700.00;9638.00", "size": "129;16", "children": []}, {"name": null, "role": "AXStaticText", "description": null, "role_description": "text", "value": " ", "position": "830.00;9638.00", "size": "49;16", "children": []}]}, {"name": null, "role": "AXRow", "description": null, "role_description": "outline row", "value": null, "position": "200.00;9655.00", "size": "695;17", "children": [{"name": null, "role": "AXStaticText", "description": null, "role_description": "text", "value": "Format Element", "position": "218.00;9655.00", "size": "221;16", "children": []}, {"name": null, "role": "AXStaticText", "description": null, "role_description": "text", "value": "", "position": "440.00;9655.00", "size": "129;16", "children": []}, {"name": null, "role": "AXStaticText", "description": null, "role_description": "text", "value": "", "position": "570.00;9655.00", "size": "129;16", "children": []}, {"name": null, "role": "AXStaticText", "description": null, "role_description": "text", "value": "Source", "position": "700.00;9655.00", "size": "129;16", "children": []}, {"name": null, "role": "AXStaticText", "description": null, "role_description": "text", "value": " ", "position": "830.00;9655.00", "size": "49;16", "children": []}]}, {"name": null, "role": "AXRow", "description": null, "role_description": "outline row", "value": null, "position": "200.00;9672.00", "size": "695;17", "children": [{"name": null, "role": "AXStaticText", "description": null, "role_description": "text", "value": "Format Source", "position": "218.00;9672.00", "size": "221;16", "children": []}, {"name": null, "role": "AXStaticText", "description": null, "role_description": "text", "value": "⇧⌘F", "position": "440.00;9672.00", "size": "129;16", "children": []}, {"name": null, "role": "AXStaticText", "description": null, "role_description": "text", "value": "PDE editor", "position": "570.00;9672.00", "size": "129;16", "children": []}, {"name": null, "role": "AXStaticText", "description": null, "role_description": "text", "value": "Manifest Editor Source", "position": "700.00;9672.00", "size": "129;16", "children": []}, {"name": null, "role": "AXStaticText", "description": null, "role_description": "text", "value": " ", "position": "830.00;9672.00", "size": "49;16", "children": []}]}, {"name": null, "role": "AXRow", "description": null, "role_description": "outline row", "value": null, "position": "200.00;9689.00", "size": "695;17", "children": [{"name": null, "role": "AXStaticText", "description": null, "role_description": "text", "value": "Forward", "position": "218.00;9689.00", "size": "221;16", "children": []}, {"name": null, "role": "AXStaticText", "description": null, "role_description": "text", "value": "", "position": "440.00;9689.00", "size": "129;16", "children": []}, {"name": null, "role": "AXStaticText", "description": null, "role_description": "text", "value": "", "position": "570.00;9689.00", "size": "129;16", "children": []}, {"name": null, "role": "AXStaticText", "description": null, "role_description": "text", "value": "Navigate", "position": "700.00;9689.00", "size": "129;16", "children": []}, {"name": null, "role": "AXStaticText", "description": null, "role_description": "text", "value": " ", "position": "830.00;9689.00", "size": "49;16", "children": []}]}, {"name": null, "role": "AXRow", "description": null, "role_description": "outline row", "value": null, "position": "200.00;9706.00", "size": "695;17", "children": [{"name": null, "role": "AXStaticText", "description": null, "role_description": "text", "value": "Forward History", "position": "218.00;9706.00", "size": "221;16", "children": []}, {"name": null, "role": "AXStaticText", "description": null, "role_description": "text", "value": "⌘]", "position": "440.00;9706.00", "size": "129;16", "children": []}, {"name": null, "role": "AXStaticText", "description": null, "role_description": "text", "value": "In Windows", "position": "570.00;9706.00", "size": "129;16", "children": []}, {"name": null, "role": "AXStaticText", "description": null, "role_description": "text", "value": "Navigate", "position": "700.00;9706.00", "size": "129;16", "children": []}, {"name": null, "role": "AXStaticText", "description": null, "role_description": "text", "value": " ", "position": "830.00;9706.00", "size": "49;16", "children": []}]}, {"name": null, "role": "AXRow", "description": null, "role_description": "outline row", "value": null, "position": "200.00;9723.00", "size": "695;17", "children": [{"name": null, "role": "AXStaticText", "description": null, "role_description": "text", "value": "Forward History", "position": "218.00;9723.00", "size": "221;16", "children": []}, {"name": null, "role": "AXStaticText", "description": null, "role_description": "text", "value": "⌥⌘→", "position": "440.00;9723.00", "size": "129;16", "children": []}, {"name": null, "role": "AXStaticText", "description": null, "role_description": "text", "value": "In Windows", "position": "570.00;9723.00", "size": "129;16", "children": []}, {"name": null, "role": "AXStaticText", "description": null, "role_description": "text", "value": "Navigate", "position": "700.00;9723.00", "size": "129;16", "children": []}, {"name": null, "role": "AXStaticText", "description": null, "role_description": "text", "value": " ", "position": "830.00;9723.00", "size": "49;16", "children": []}]}, {"name": null, "role": "AXRow", "description": null, "role_description": "outline row", "value": null, "position": "200.00;9740.00", "size": "695;17", "children": [{"name": null, "role": "AXStaticText", "description": null, "role_description": "text", "value": "Generalize Declared Type", "position": "218.00;9740.00", "size": "221;16", "children": []}, {"name": null, "role": "AXStaticText", "description": null, "role_description": "text", "value": "", "position": "440.00;9740.00", "size": "129;16", "children": []}, {"name": null, "role": "AXStaticText", "description": null, "role_description": "text", "value": "", "position": "570.00;9740.00", "size": "129;16", "children": []}, {"name": null, "role": "AXStaticText", "description": null, "role_description": "text", "value": "Refactor - Java", "position": "700.00;9740.00", "size": "129;16", "children": []}, {"name": null, "role": "AXStaticText", "description": null, "role_description": "text", "value": " ", "position": "830.00;9740.00", "size": "49;16", "children": []}]}, {"name": null, "role": "AXRow", "description": null, "role_description": "outline row", "value": null, "position": "200.00;9757.00", "size": "695;17", "children": [{"name": null, "role": "AXStaticText", "description": null, "role_description": "text", "value": "Generate Code", "position": "218.00;9757.00", "size": "221;16", "children": []}, {"name": null, "role": "AXStaticText", "description": null, "role_description": "text", "value": "⌥⇧G", "position": "440.00;9757.00", "size": "129;16", "children": []}, {"name": null, "role": "AXStaticText", "description": null, "role_description": "text", "value": "In Windows", "position": "570.00;9757.00", "size": "129;16", "children": []}, {"name": null, "role": "AXStaticText", "description": null, "role_description": "text", "value": "EMF Code Generation", "position": "700.00;9757.00", "size": "129;16", "children": []}, {"name": null, "role": "AXStaticText", "description": null, "role_description": "text", "value": " ", "position": "830.00;9757.00", "size": "49;16", "children": []}]}, {"name": null, "role": "AXRow", "description": null, "role_description": "outline row", "value": null, "position": "200.00;9774.00", "size": "695;17", "children": [{"name": null, "role": "AXStaticText", "description": null, "role_description": "text", "value": "Generate Constructors from Superclass", "position": "218.00;9774.00", "size": "221;16", "children": []}, {"name": null, "role": "AXStaticText", "description": null, "role_description": "text", "value": "", "position": "440.00;9774.00", "size": "129;16", "children": []}, {"name": null, "role": "AXStaticText", "description": null, "role_description": "text", "value": "", "position": "570.00;9774.00", "size": "129;16", "children": []}, {"name": null, "role": "AXStaticText", "description": null, "role_description": "text", "value": "Source", "position": "700.00;9774.00", "size": "129;16", "children": []}, {"name": null, "role": "AXStaticText", "description": null, "role_description": "text", "value": " ", "position": "830.00;9774.00", "size": "49;16", "children": []}]}, {"name": null, "role": "AXRow", "description": null, "role_description": "outline row", "value": null, "position": "200.00;9791.00", "size": "695;17", "children": [{"name": null, "role": "AXStaticText", "description": null, "role_description": "text", "value": "Generate Constructor using Fields", "position": "218.00;9791.00", "size": "221;16", "children": []}, {"name": null, "role": "AXStaticText", "description": null, "role_description": "text", "value": "", "position": "440.00;9791.00", "size": "129;16", "children": []}, {"name": null, "role": "AXStaticText", "description": null, "role_description": "text", "value": "", "position": "570.00;9791.00", "size": "129;16", "children": []}, {"name": null, "role": "AXStaticText", "description": null, "role_description": "text", "value": "Source", "position": "700.00;9791.00", "size": "129;16", "children": []}, {"name": null, "role": "AXStaticText", "description": null, "role_description": "text", "value": " ", "position": "830.00;9791.00", "size": "49;16", "children": []}]}, {"name": null, "role": "AXRow", "description": null, "role_description": "outline row", "value": null, "position": "200.00;9808.00", "size": "695;17", "children": [{"name": null, "role": "AXStaticText", "description": null, "role_description": "text", "value": "Generate Delegate Methods", "position": "218.00;9808.00", "size": "221;16", "children": []}, {"name": null, "role": "AXStaticText", "description": null, "role_description": "text", "value": "", "position": "440.00;9808.00", "size": "129;16", "children": []}, {"name": null, "role": "AXStaticText", "description": null, "role_description": "text", "value": "", "position": "570.00;9808.00", "size": "129;16", "children": []}, {"name": null, "role": "AXStaticText", "description": null, "role_description": "text", "value": "Source", "position": "700.00;9808.00", "size": "129;16", "children": []}, {"name": null, "role": "AXStaticText", "description": null, "role_description": "text", "value": " ", "position": "830.00;9808.00", "size": "49;16", "children": []}]}, {"name": null, "role": "AXRow", "description": null, "role_description": "outline row", "value": null, "position": "200.00;9825.00", "size": "695;17", "children": [{"name": null, "role": "AXStaticText", "description": null, "role_description": "text", "value": "Generate Getters and Setters", "position": "218.00;9825.00", "size": "221;16", "children": []}, {"name": null, "role": "AXStaticText", "description": null, "role_description": "text", "value": "", "position": "440.00;9825.00", "size": "129;16", "children": []}, {"name": null, "role": "AXStaticText", "description": null, "role_description": "text", "value": "", "position": "570.00;9825.00", "size": "129;16", "children": []}, {"name": null, "role": "AXStaticText", "description": null, "role_description": "text", "value": "Source", "position": "700.00;9825.00", "size": "129;16", "children": []}, {"name": null, "role": "AXStaticText", "description": null, "role_description": "text", "value": " ", "position": "830.00;9825.00", "size": "49;16", "children": []}]}, {"name": null, "role": "AXRow", "description": null, "role_description": "outline row", "value": null, "position": "200.00;9842.00", "size": "695;17", "children": [{"name": null, "role": "AXStaticText", "description": null, "role_description": "text", "value": "Generate hashCode() and equals()", "position": "218.00;9842.00", "size": "221;16", "children": []}, {"name": null, "role": "AXStaticText", "description": null, "role_description": "text", "value": "", "position": "440.00;9842.00", "size": "129;16", "children": []}, {"name": null, "role": "AXStaticText", "description": null, "role_description": "text", "value": "", "position": "570.00;9842.00", "size": "129;16", "children": []}, {"name": null, "role": "AXStaticText", "description": null, "role_description": "text", "value": "Source", "position": "700.00;9842.00", "size": "129;16", "children": []}, {"name": null, "role": "AXStaticText", "description": null, "role_description": "text", "value": " ", "position": "830.00;9842.00", "size": "49;16", "children": []}]}, {"name": null, "role": "AXRow", "description": null, "role_description": "outline row", "value": null, "position": "200.00;9859.00", "size": "695;17", "children": [{"name": null, "role": "AXStaticText", "description": null, "role_description": "text", "value": "Generate Javadoc", "position": "218.00;9859.00", "size": "221;16", "children": []}, {"name": null, "role": "AXStaticText", "description": null, "role_description": "text", "value": "", "position": "440.00;9859.00", "size": "129;16", "children": []}, {"name": null, "role": "AXStaticText", "description": null, "role_description": "text", "value": "", "position": "570.00;9859.00", "size": "129;16", "children": []}, {"name": null, "role": "AXStaticText", "description": null, "role_description": "text", "value": "Project", "position": "700.00;9859.00", "size": "129;16", "children": []}, {"name": null, "role": "AXStaticText", "description": null, "role_description": "text", "value": " ", "position": "830.00;9859.00", "size": "49;16", "children": []}]}, {"name": null, "role": "AXRow", "description": null, "role_description": "outline row", "value": null, "position": "200.00;9876.00", "size": "695;17", "children": [{"name": null, "role": "AXStaticText", "description": null, "role_description": "text", "value": "Generate toString()", "position": "218.00;9876.00", "size": "221;16", "children": []}, {"name": null, "role": "AXStaticText", "description": null, "role_description": "text", "value": "", "position": "440.00;9876.00", "size": "129;16", "children": []}, {"name": null, "role": "AXStaticText", "description": null, "role_description": "text", "value": "", "position": "570.00;9876.00", "size": "129;16", "children": []}, {"name": null, "role": "AXStaticText", "description": null, "role_description": "text", "value": "Source", "position": "700.00;9876.00", "size": "129;16", "children": []}, {"name": null, "role": "AXStaticText", "description": null, "role_description": "text", "value": " ", "position": "830.00;9876.00", "size": "49;16", "children": []}]}, {"name": null, "role": "AXRow", "description": null, "role_description": "outline row", "value": null, "position": "200.00;9893.00", "size": "695;17", "children": [{"name": null, "role": "AXStaticText", "description": null, "role_description": "text", "value": "Gerrit Configuration...", "position": "218.00;9893.00", "size": "221;16", "children": []}, {"name": null, "role": "AXStaticText", "description": null, "role_description": "text", "value": "", "position": "440.00;9893.00", "size": "129;16", "children": []}, {"name": null, "role": "AXStaticText", "description": null, "role_description": "text", "value": "", "position": "570.00;9893.00", "size": "129;16", "children": []}, {"name": null, "role": "AXStaticText", "description": null, "role_description": "text", "value": "Git", "position": "700.00;9893.00", "size": "129;16", "children": []}, {"name": null, "role": "AXStaticText", "description": null, "role_description": "text", "value": " ", "position": "830.00;9893.00", "size": "49;16", "children": []}]}, {"name": null, "role": "AXRow", "description": null, "role_description": "outline row", "value": null, "position": "200.00;9910.00", "size": "695;17", "children": [{"name": null, "role": "AXStaticText", "description": null, "role_description": "text", "value": "Go Into", "position": "218.00;9910.00", "size": "221;16", "children": []}, {"name": null, "role": "AXStaticText", "description": null, "role_description": "text", "value": "", "position": "440.00;9910.00", "size": "129;16", "children": []}, {"name": null, "role": "AXStaticText", "description": null, "role_description": "text", "value": "", "position": "570.00;9910.00", "size": "129;16", "children": []}, {"name": null, "role": "AXStaticText", "description": null, "role_description": "text", "value": "Navigate", "position": "700.00;9910.00", "size": "129;16", "children": []}, {"name": null, "role": "AXStaticText", "description": null, "role_description": "text", "value": " ", "position": "830.00;9910.00", "size": "49;16", "children": []}]}, {"name": null, "role": "AXRow", "description": null, "role_description": "outline row", "value": null, "position": "200.00;9927.00", "size": "695;17", "children": [{"name": null, "role": "AXStaticText", "description": null, "role_description": "text", "value": "Go to Address", "position": "218.00;9927.00", "size": "221;16", "children": []}, {"name": null, "role": "AXStaticText", "description": null, "role_description": "text", "value": "⌘G", "position": "440.00;9927.00", "size": "129;16", "children": []}, {"name": null, "role": "AXStaticText", "description": null, "role_description": "text", "value": "In Table Memory Rendering", "position": "570.00;9927.00", "size": "129;16", "children": []}, {"name": null, "role": "AXStaticText", "description": null, "role_description": "text", "value": "Run/Debug", "position": "700.00;9927.00", "size": "129;16", "children": []}, {"name": null, "role": "AXStaticText", "description": null, "role_description": "text", "value": " ", "position": "830.00;9927.00", "size": "49;16", "children": []}]}, {"name": null, "role": "AXRow", "description": null, "role_description": "outline row", "value": null, "position": "200.00;9944.00", "size": "695;17", "children": [{"name": null, "role": "AXStaticText", "description": null, "role_description": "text", "value": "Go to Line", "position": "218.00;9944.00", "size": "221;16", "children": []}, {"name": null, "role": "AXStaticText", "description": null, "role_description": "text", "value": "⌘L", "position": "440.00;9944.00", "size": "129;16", "children": []}, {"name": null, "role": "AXStaticText", "description": null, "role_description": "text", "value": "Editing Text", "position": "570.00;9944.00", "size": "129;16", "children": []}, {"name": null, "role": "AXStaticText", "description": null, "role_description": "text", "value": "Navigate", "position": "700.00;9944.00", "size": "129;16", "children": []}, {"name": null, "role": "AXStaticText", "description": null, "role_description": "text", "value": " ", "position": "830.00;9944.00", "size": "49;16", "children": []}]}, {"name": null, "role": "AXRow", "description": null, "role_description": "outline row", "value": null, "position": "200.00;9961.00", "size": "695;17", "children": [{"name": null, "role": "AXStaticText", "description": null, "role_description": "text", "value": "Go to Line", "position": "218.00;9961.00", "size": "221;16", "children": []}, {"name": null, "role": "AXStaticText", "description": null, "role_description": "text", "value": "⌘L", "position": "440.00;9961.00", "size": "129;16", "children": []}, {"name": null, "role": "AXStaticText", "description": null, "role_description": "text", "value": "Embedded Xtext Editor context", "position": "570.00;9961.00", "size": "129;16", "children": []}, {"name": null, "role": "AXStaticText", "description": null, "role_description": "text", "value": "Navigate", "position": "700.00;9961.00", "size": "129;16", "children": []}, {"name": null, "role": "AXStaticText", "description": null, "role_description": "text", "value": " ", "position": "830.00;9961.00", "size": "49;16", "children": []}]}, {"name": null, "role": "AXRow", "description": null, "role_description": "outline row", "value": null, "position": "200.00;9978.00", "size": "695;17", "children": [{"name": null, "role": "AXStaticText", "description": null, "role_description": "text", "value": "Goto Matching Bracket", "position": "218.00;9978.00", "size": "221;16", "children": []}, {"name": null, "role": "AXStaticText", "description": null, "role_description": "text", "value": "⇧⌘P", "position": "440.00;9978.00", "size": "129;16", "children": []}, {"name": null, "role": "AXStaticText", "description": null, "role_description": "text", "value": "Editing JET Source", "position": "570.00;9978.00", "size": "129;16", "children": []}, {"name": null, "role": "AXStaticText", "description": null, "role_description": "text", "value": "Navigate", "position": "700.00;9978.00", "size": "129;16", "children": []}, {"name": null, "role": "AXStaticText", "description": null, "role_description": "text", "value": " ", "position": "830.00;9978.00", "size": "49;16", "children": []}]}, {"name": null, "role": "AXRow", "description": null, "role_description": "outline row", "value": null, "position": "200.00;9995.00", "size": "695;17", "children": [{"name": null, "role": "AXStaticText", "description": null, "role_description": "text", "value": "Go to Matching Bracket", "position": "218.00;9995.00", "size": "221;16", "children": []}, {"name": null, "role": "AXStaticText", "description": null, "role_description": "text", "value": "⇧⌘P", "position": "440.00;9995.00", "size": "129;16", "children": []}, {"name": null, "role": "AXStaticText", "description": null, "role_description": "text", "value": "Editing Java Source", "position": "570.00;9995.00", "size": "129;16", "children": []}, {"name": null, "role": "AXStaticText", "description": null, "role_description": "text", "value": "Navigate", "position": "700.00;9995.00", "size": "129;16", "children": []}, {"name": null, "role": "AXStaticText", "description": null, "role_description": "text", "value": " ", "position": "830.00;9995.00", "size": "49;16", "children": []}]}, {"name": null, "role": "AXRow", "description": null, "role_description": "outline row", "value": null, "position": "200.00;10012.00", "size": "695;17", "children": [{"name": null, "role": "AXStaticText", "description": null, "role_description": "text", "value": "Go to Matching Bracket", "position": "218.00;10012.00", "size": "221;16", "children": []}, {"name": null, "role": "AXStaticText", "description": null, "role_description": "text", "value": "⇧⌘P", "position": "440.00;10012.00", "size": "129;16", "children": []}, {"name": null, "role": "AXStaticText", "description": null, "role_description": "text", "value": "Editing Xtext Source", "position": "570.00;10012.00", "size": "129;16", "children": []}, {"name": null, "role": "AXStaticText", "description": null, "role_description": "text", "value": "Editing", "position": "700.00;10012.00", "size": "129;16", "children": []}, {"name": null, "role": "AXStaticText", "description": null, "role_description": "text", "value": " ", "position": "830.00;10012.00", "size": "49;16", "children": []}]}, {"name": null, "role": "AXRow", "description": null, "role_description": "outline row", "value": null, "position": "200.00;10029.00", "size": "695;17", "children": [{"name": null, "role": "AXStaticText", "description": null, "role_description": "text", "value": "Go to Next Member", "position": "218.00;10029.00", "size": "221;16", "children": []}, {"name": null, "role": "AXStaticText", "description": null, "role_description": "text", "value": "⌃⌥↓", "position": "440.00;10029.00", "size": "129;16", "children": []}, {"name": null, "role": "AXStaticText", "description": null, "role_description": "text", "value": "Editing Java Source", "position": "570.00;10029.00", "size": "129;16", "children": []}, {"name": null, "role": "AXStaticText", "description": null, "role_description": "text", "value": "Navigate", "position": "700.00;10029.00", "size": "129;16", "children": []}, {"name": null, "role": "AXStaticText", "description": null, "role_description": "text", "value": " ", "position": "830.00;10029.00", "size": "49;16", "children": []}]}, {"name": null, "role": "AXRow", "description": null, "role_description": "outline row", "value": null, "position": "200.00;10046.00", "size": "695;17", "children": [{"name": null, "role": "AXStaticText", "description": null, "role_description": "text", "value": "Go to Package", "position": "218.00;10046.00", "size": "221;16", "children": []}, {"name": null, "role": "AXStaticText", "description": null, "role_description": "text", "value": "", "position": "440.00;10046.00", "size": "129;16", "children": []}, {"name": null, "role": "AXStaticText", "description": null, "role_description": "text", "value": "", "position": "570.00;10046.00", "size": "129;16", "children": []}, {"name": null, "role": "AXStaticText", "description": null, "role_description": "text", "value": "Navigate", "position": "700.00;10046.00", "size": "129;16", "children": []}, {"name": null, "role": "AXStaticText", "description": null, "role_description": "text", "value": " ", "position": "830.00;10046.00", "size": "49;16", "children": []}]}, {"name": null, "role": "AXRow", "description": null, "role_description": "outline row", "value": null, "position": "200.00;10063.00", "size": "695;17", "children": [{"name": null, "role": "AXStaticText", "description": null, "role_description": "text", "value": "Go to Previous Member", "position": "218.00;10063.00", "size": "221;16", "children": []}, {"name": null, "role": "AXStaticText", "description": null, "role_description": "text", "value": "⌃⌥↑", "position": "440.00;10063.00", "size": "129;16", "children": []}, {"name": null, "role": "AXStaticText", "description": null, "role_description": "text", "value": "Editing Java Source", "position": "570.00;10063.00", "size": "129;16", "children": []}, {"name": null, "role": "AXStaticText", "description": null, "role_description": "text", "value": "Navigate", "position": "700.00;10063.00", "size": "129;16", "children": []}, {"name": null, "role": "AXStaticText", "description": null, "role_description": "text", "value": " ", "position": "830.00;10063.00", "size": "49;16", "children": []}]}, {"name": null, "role": "AXRow", "description": null, "role_description": "outline row", "value": null, "position": "200.00;10080.00", "size": "695;17", "children": [{"name": null, "role": "AXStaticText", "description": null, "role_description": "text", "value": "Go to Resource", "position": "218.00;10080.00", "size": "221;16", "children": []}, {"name": null, "role": "AXStaticText", "description": null, "role_description": "text", "value": "", "position": "440.00;10080.00", "size": "129;16", "children": []}, {"name": null, "role": "AXStaticText", "description": null, "role_description": "text", "value": "", "position": "570.00;10080.00", "size": "129;16", "children": []}, {"name": null, "role": "AXStaticText", "description": null, "role_description": "text", "value": "Navigate", "position": "700.00;10080.00", "size": "129;16", "children": []}, {"name": null, "role": "AXStaticText", "description": null, "role_description": "text", "value": " ", "position": "830.00;10080.00", "size": "49;16", "children": []}]}, {"name": null, "role": "AXRow", "description": null, "role_description": "outline row", "value": null, "position": "200.00;10097.00", "size": "695;17", "children": [{"name": null, "role": "AXStaticText", "description": null, "role_description": "text", "value": "Go to Type", "position": "218.00;10097.00", "size": "221;16", "children": []}, {"name": null, "role": "AXStaticText", "description": null, "role_description": "text", "value": "", "position": "440.00;10097.00", "size": "129;16", "children": []}, {"name": null, "role": "AXStaticText", "description": null, "role_description": "text", "value": "", "position": "570.00;10097.00", "size": "129;16", "children": []}, {"name": null, "role": "AXStaticText", "description": null, "role_description": "text", "value": "Navigate", "position": "700.00;10097.00", "size": "129;16", "children": []}, {"name": null, "role": "AXStaticText", "description": null, "role_description": "text", "value": " ", "position": "830.00;10097.00", "size": "49;16", "children": []}]}, {"name": null, "role": "AXRow", "description": null, "role_description": "outline row", "value": null, "position": "200.00;10114.00", "size": "695;17", "children": [{"name": null, "role": "AXStaticText", "description": null, "role_description": "text", "value": "Graphical Copy", "position": "218.00;10114.00", "size": "221;16", "children": []}, {"name": null, "role": "AXStaticText", "description": null, "role_description": "text", "value": "⇧⌘C", "position": "440.00;10114.00", "size": "129;16", "children": []}, {"name": null, "role": "AXStaticText", "description": null, "role_description": "text", "value": "Diagram Editing", "position": "570.00;10114.00", "size": "129;16", "children": []}, {"name": null, "role": "AXStaticText", "description": null, "role_description": "text", "value": "Papyrus Category", "position": "700.00;10114.00", "size": "129;16", "children": []}, {"name": null, "role": "AXStaticText", "description": null, "role_description": "text", "value": " ", "position": "830.00;10114.00", "size": "49;16", "children": []}]}, {"name": null, "role": "AXRow", "description": null, "role_description": "outline row", "value": null, "position": "200.00;10131.00", "size": "695;17", "children": [{"name": null, "role": "AXStaticText", "description": null, "role_description": "text", "value": "Graphical Cut", "position": "218.00;10131.00", "size": "221;16", "children": []}, {"name": null, "role": "AXStaticText", "description": null, "role_description": "text", "value": "⇧⌘X", "position": "440.00;10131.00", "size": "129;16", "children": []}, {"name": null, "role": "AXStaticText", "description": null, "role_description": "text", "value": "Diagram Editing", "position": "570.00;10131.00", "size": "129;16", "children": []}, {"name": null, "role": "AXStaticText", "description": null, "role_description": "text", "value": "Papyrus Category", "position": "700.00;10131.00", "size": "129;16", "children": []}, {"name": null, "role": "AXStaticText", "description": null, "role_description": "text", "value": " ", "position": "830.00;10131.00", "size": "49;16", "children": []}]}, {"name": null, "role": "AXRow", "description": null, "role_description": "outline row", "value": null, "position": "200.00;10148.00", "size": "695;17", "children": [{"name": null, "role": "AXStaticText", "description": null, "role_description": "text", "value": "Graphical Paste", "position": "218.00;10148.00", "size": "221;16", "children": []}, {"name": null, "role": "AXStaticText", "description": null, "role_description": "text", "value": "⇧⌘V", "position": "440.00;10148.00", "size": "129;16", "children": []}, {"name": null, "role": "AXStaticText", "description": null, "role_description": "text", "value": "Diagram Editing", "position": "570.00;10148.00", "size": "129;16", "children": []}, {"name": null, "role": "AXStaticText", "description": null, "role_description": "text", "value": "Papyrus Category", "position": "700.00;10148.00", "size": "129;16", "children": []}, {"name": null, "role": "AXStaticText", "description": null, "role_description": "text", "value": " ", "position": "830.00;10148.00", "size": "49;16", "children": []}]}, {"name": null, "role": "AXRow", "description": null, "role_description": "outline row", "value": null, "position": "200.00;10165.00", "size": "695;17", "children": [{"name": null, "role": "AXStaticText", "description": null, "role_description": "text", "value": "Grid Command", "position": "218.00;10165.00", "size": "221;16", "children": []}, {"name": null, "role": "AXStaticText", "description": null, "role_description": "text", "value": "", "position": "440.00;10165.00", "size": "129;16", "children": []}, {"name": null, "role": "AXStaticText", "description": null, "role_description": "text", "value": "", "position": "570.00;10165.00", "size": "129;16", "children": []}, {"name": null, "role": "AXStaticText", "description": null, "role_description": "text", "value": "Papyrus Category", "position": "700.00;10165.00", "size": "129;16", "children": []}, {"name": null, "role": "AXStaticText", "description": null, "role_description": "text", "value": " ", "position": "830.00;10165.00", "size": "49;16", "children": []}]}, {"name": null, "role": "AXRow", "description": null, "role_description": "outline row", "value": null, "position": "200.00;10182.00", "size": "695;17", "children": [{"name": null, "role": "AXStaticText", "description": null, "role_description": "text", "value": "Grow Width Command", "position": "218.00;10182.00", "size": "221;16", "children": []}, {"name": null, "role": "AXStaticText", "description": null, "role_description": "text", "value": "⇧←", "position": "440.00;10182.00", "size": "129;16", "children": []}, {"name": null, "role": "AXStaticText", "description": null, "role_description": "text", "value": "Diagram Editing", "position": "570.00;10182.00", "size": "129;16", "children": []}, {"name": null, "role": "AXStaticText", "description": null, "role_description": "text", "value": "Papyrus Category", "position": "700.00;10182.00", "size": "129;16", "children": []}, {"name": null, "role": "AXStaticText", "description": null, "role_description": "text", "value": " ", "position": "830.00;10182.00", "size": "49;16", "children": []}]}, {"name": null, "role": "AXRow", "description": null, "role_description": "outline row", "value": null, "position": "200.00;10199.00", "size": "695;17", "children": [{"name": null, "role": "AXStaticText", "description": null, "role_description": "text", "value": "Grow Width Command", "position": "218.00;10199.00", "size": "221;16", "children": []}, {"name": null, "role": "AXStaticText", "description": null, "role_description": "text", "value": "⇧↑", "position": "440.00;10199.00", "size": "129;16", "children": []}, {"name": null, "role": "AXStaticText", "description": null, "role_description": "text", "value": "Diagram Editing", "position": "570.00;10199.00", "size": "129;16", "children": []}, {"name": null, "role": "AXStaticText", "description": null, "role_description": "text", "value": "Papyrus Category", "position": "700.00;10199.00", "size": "129;16", "children": []}, {"name": null, "role": "AXStaticText", "description": null, "role_description": "text", "value": " ", "position": "830.00;10199.00", "size": "49;16", "children": []}]}, {"name": null, "role": "AXRow", "description": null, "role_description": "outline row", "value": null, "position": "200.00;10216.00", "size": "695;17", "children": [{"name": null, "role": "AXStaticText", "description": null, "role_description": "text", "value": "Grow Width Command", "position": "218.00;10216.00", "size": "221;16", "children": []}, {"name": null, "role": "AXStaticText", "description": null, "role_description": "text", "value": "⇧→", "position": "440.00;10216.00", "size": "129;16", "children": []}, {"name": null, "role": "AXStaticText", "description": null, "role_description": "text", "value": "Diagram Editing", "position": "570.00;10216.00", "size": "129;16", "children": []}, {"name": null, "role": "AXStaticText", "description": null, "role_description": "text", "value": "Papyrus Category", "position": "700.00;10216.00", "size": "129;16", "children": []}, {"name": null, "role": "AXStaticText", "description": null, "role_description": "text", "value": " ", "position": "830.00;10216.00", "size": "49;16", "children": []}]}, {"name": null, "role": "AXRow", "description": null, "role_description": "outline row", "value": null, "position": "200.00;10233.00", "size": "695;17", "children": [{"name": null, "role": "AXStaticText", "description": null, "role_description": "text", "value": "Grow Width Command", "position": "218.00;10233.00", "size": "221;16", "children": []}, {"name": null, "role": "AXStaticText", "description": null, "role_description": "text", "value": "⇧↓", "position": "440.00;10233.00", "size": "129;16", "children": []}, {"name": null, "role": "AXStaticText", "description": null, "role_description": "text", "value": "Diagram Editing", "position": "570.00;10233.00", "size": "129;16", "children": []}, {"name": null, "role": "AXStaticText", "description": null, "role_description": "text", "value": "Papyrus Category", "position": "700.00;10233.00", "size": "129;16", "children": []}, {"name": null, "role": "AXStaticText", "description": null, "role_description": "text", "value": " ", "position": "830.00;10233.00", "size": "49;16", "children": []}]}, {"name": null, "role": "AXRow", "description": null, "role_description": "outline row", "value": null, "position": "200.00;10250.00", "size": "695;17", "children": [{"name": null, "role": "AXStaticText", "description": null, "role_description": "text", "value": "Help Contents", "position": "218.00;10250.00", "size": "221;16", "children": []}, {"name": null, "role": "AXStaticText", "description": null, "role_description": "text", "value": "", "position": "440.00;10250.00", "size": "129;16", "children": []}, {"name": null, "role": "AXStaticText", "description": null, "role_description": "text", "value": "", "position": "570.00;10250.00", "size": "129;16", "children": []}, {"name": null, "role": "AXStaticText", "description": null, "role_description": "text", "value": "Help", "position": "700.00;10250.00", "size": "129;16", "children": []}, {"name": null, "role": "AXStaticText", "description": null, "role_description": "text", "value": " ", "position": "830.00;10250.00", "size": "49;16", "children": []}]}, {"name": null, "role": "AXRow", "description": null, "role_description": "outline row", "value": null, "position": "200.00;10267.00", "size": "695;17", "children": [{"name": null, "role": "AXStaticText", "description": null, "role_description": "text", "value": "Help Search", "position": "218.00;10267.00", "size": "221;16", "children": []}, {"name": null, "role": "AXStaticText", "description": null, "role_description": "text", "value": "", "position": "440.00;10267.00", "size": "129;16", "children": []}, {"name": null, "role": "AXStaticText", "description": null, "role_description": "text", "value": "", "position": "570.00;10267.00", "size": "129;16", "children": []}, {"name": null, "role": "AXStaticText", "description": null, "role_description": "text", "value": "Help", "position": "700.00;10267.00", "size": "129;16", "children": []}, {"name": null, "role": "AXStaticText", "description": null, "role_description": "text", "value": " ", "position": "830.00;10267.00", "size": "49;16", "children": []}]}, {"name": null, "role": "AXRow", "description": null, "role_description": "outline row", "value": null, "position": "200.00;10284.00", "size": "695;17", "children": [{"name": null, "role": "AXStaticText", "description": null, "role_description": "text", "value": "Hide All Categories", "position": "218.00;10284.00", "size": "221;16", "children": []}, {"name": null, "role": "AXStaticText", "description": null, "role_description": "text", "value": "", "position": "440.00;10284.00", "size": "129;16", "children": []}, {"name": null, "role": "AXStaticText", "description": null, "role_description": "text", "value": "", "position": "570.00;10284.00", "size": "129;16", "children": []}, {"name": null, "role": "AXStaticText", "description": null, "role_description": "text", "value": "NatTable Rows Catgerory", "position": "700.00;10284.00", "size": "129;16", "children": []}, {"name": null, "role": "AXStaticText", "description": null, "role_description": "text", "value": " ", "position": "830.00;10284.00", "size": "49;16", "children": []}]}, {"name": null, "role": "AXRow", "description": null, "role_description": "outline row", "value": null, "position": "200.00;10301.00", "size": "695;17", "children": [{"name": null, "role": "AXStaticText", "description": null, "role_description": "text", "value": "Hide all labels on links", "position": "218.00;10301.00", "size": "221;16", "children": []}, {"name": null, "role": "AXStaticText", "description": null, "role_description": "text", "value": "", "position": "440.00;10301.00", "size": "129;16", "children": []}, {"name": null, "role": "AXStaticText", "description": null, "role_description": "text", "value": "", "position": "570.00;10301.00", "size": "129;16", "children": []}, {"name": null, "role": "AXStaticText", "description": null, "role_description": "text", "value": "Papyrus Category", "position": "700.00;10301.00", "size": "129;16", "children": []}, {"name": null, "role": "AXStaticText", "description": null, "role_description": "text", "value": " ", "position": "830.00;10301.00", "size": "49;16", "children": []}]}, {"name": null, "role": "AXRow", "description": null, "role_description": "outline row", "value": null, "position": "200.00;10318.00", "size": "695;17", "children": [{"name": null, "role": "AXStaticText", "description": null, "role_description": "text", "value": "Ignore", "position": "218.00;10318.00", "size": "221;16", "children": []}, {"name": null, "role": "AXStaticText", "description": null, "role_description": "text", "value": "", "position": "440.00;10318.00", "size": "129;16", "children": []}, {"name": null, "role": "AXStaticText", "description": null, "role_description": "text", "value": "", "position": "570.00;10318.00", "size": "129;16", "children": []}, {"name": null, "role": "AXStaticText", "description": null, "role_description": "text", "value": "Git", "position": "700.00;10318.00", "size": "129;16", "children": []}, {"name": null, "role": "AXStaticText", "description": null, "role_description": "text", "value": " ", "position": "830.00;10318.00", "size": "49;16", "children": []}]}, {"name": null, "role": "AXRow", "description": null, "role_description": "outline row", "value": null, "position": "200.00;10335.00", "size": "695;17", "children": [{"name": null, "role": "AXStaticText", "description": null, "role_description": "text", "value": "Ignore Changes from Ancestor to Current Version", "position": "218.00;10335.00", "size": "221;16", "children": []}, {"name": null, "role": "AXStaticText", "description": null, "role_description": "text", "value": "", "position": "440.00;10335.00", "size": "129;16", "children": []}, {"name": null, "role": "AXStaticText", "description": null, "role_description": "text", "value": "", "position": "570.00;10335.00", "size": "129;16", "children": []}, {"name": null, "role": "AXStaticText", "description": null, "role_description": "text", "value": "Git", "position": "700.00;10335.00", "size": "129;16", "children": []}, {"name": null, "role": "AXStaticText", "description": null, "role_description": "text", "value": " ", "position": "830.00;10335.00", "size": "49;16", "children": []}]}, {"name": null, "role": "AXRow", "description": null, "role_description": "outline row", "value": null, "position": "200.00;10352.00", "size": "695;17", "children": [{"name": null, "role": "AXStaticText", "description": null, "role_description": "text", "value": "Ignore White Space", "position": "218.00;10352.00", "size": "221;16", "children": []}, {"name": null, "role": "AXStaticText", "description": null, "role_description": "text", "value": "", "position": "440.00;10352.00", "size": "129;16", "children": []}, {"name": null, "role": "AXStaticText", "description": null, "role_description": "text", "value": "", "position": "570.00;10352.00", "size": "129;16", "children": []}, {"name": null, "role": "AXStaticText", "description": null, "role_description": "text", "value": "Compare", "position": "700.00;10352.00", "size": "129;16", "children": []}, {"name": null, "role": "AXStaticText", "description": null, "role_description": "text", "value": " ", "position": "830.00;10352.00", "size": "49;16", "children": []}]}, {"name": null, "role": "AXRow", "description": null, "role_description": "outline row", "value": null, "position": "200.00;10369.00", "size": "695;17", "children": [{"name": null, "role": "AXStaticText", "description": null, "role_description": "text", "value": "Implementors in Project", "position": "218.00;10369.00", "size": "221;16", "children": []}, {"name": null, "role": "AXStaticText", "description": null, "role_description": "text", "value": "", "position": "440.00;10369.00", "size": "129;16", "children": []}, {"name": null, "role": "AXStaticText", "description": null, "role_description": "text", "value": "", "position": "570.00;10369.00", "size": "129;16", "children": []}, {"name": null, "role": "AXStaticText", "description": null, "role_description": "text", "value": "Search", "position": "700.00;10369.00", "size": "129;16", "children": []}, {"name": null, "role": "AXStaticText", "description": null, "role_description": "text", "value": " ", "position": "830.00;10369.00", "size": "49;16", "children": []}]}, {"name": null, "role": "AXRow", "description": null, "role_description": "outline row", "value": null, "position": "200.00;10386.00", "size": "695;17", "children": [{"name": null, "role": "AXStaticText", "description": null, "role_description": "text", "value": "Implementors in Working Set", "position": "218.00;10386.00", "size": "221;16", "children": []}, {"name": null, "role": "AXStaticText", "description": null, "role_description": "text", "value": "", "position": "440.00;10386.00", "size": "129;16", "children": []}, {"name": null, "role": "AXStaticText", "description": null, "role_description": "text", "value": "", "position": "570.00;10386.00", "size": "129;16", "children": []}, {"name": null, "role": "AXStaticText", "description": null, "role_description": "text", "value": "Search", "position": "700.00;10386.00", "size": "129;16", "children": []}, {"name": null, "role": "AXStaticText", "description": null, "role_description": "text", "value": " ", "position": "830.00;10386.00", "size": "49;16", "children": []}]}, {"name": null, "role": "AXRow", "description": null, "role_description": "outline row", "value": null, "position": "200.00;10403.00", "size": "695;17", "children": [{"name": null, "role": "AXStaticText", "description": null, "role_description": "text", "value": "Implementors in Workspace", "position": "218.00;10403.00", "size": "221;16", "children": []}, {"name": null, "role": "AXStaticText", "description": null, "role_description": "text", "value": "", "position": "440.00;10403.00", "size": "129;16", "children": []}, {"name": null, "role": "AXStaticText", "description": null, "role_description": "text", "value": "", "position": "570.00;10403.00", "size": "129;16", "children": []}, {"name": null, "role": "AXStaticText", "description": null, "role_description": "text", "value": "Search", "position": "700.00;10403.00", "size": "129;16", "children": []}, {"name": null, "role": "AXStaticText", "description": null, "role_description": "text", "value": " ", "position": "830.00;10403.00", "size": "49;16", "children": []}]}, {"name": null, "role": "AXRow", "description": null, "role_description": "outline row", "value": null, "position": "200.00;10420.00", "size": "695;17", "children": [{"name": null, "role": "AXStaticText", "description": null, "role_description": "text", "value": "Import", "position": "218.00;10420.00", "size": "221;16", "children": []}, {"name": null, "role": "AXStaticText", "description": null, "role_description": "text", "value": "", "position": "440.00;10420.00", "size": "129;16", "children": []}, {"name": null, "role": "AXStaticText", "description": null, "role_description": "text", "value": "", "position": "570.00;10420.00", "size": "129;16", "children": []}, {"name": null, "role": "AXStaticText", "description": null, "role_description": "text", "value": "File", "position": "700.00;10420.00", "size": "129;16", "children": []}, {"name": null, "role": "AXStaticText", "description": null, "role_description": "text", "value": " ", "position": "830.00;10420.00", "size": "49;16", "children": []}]}, {"name": null, "role": "AXRow", "description": null, "role_description": "outline row", "value": null, "position": "200.00;10437.00", "size": "695;17", "children": [{"name": null, "role": "AXStaticText", "description": null, "role_description": "text", "value": "Import (Archive File)", "position": "218.00;10437.00", "size": "221;16", "children": []}, {"name": null, "role": "AXStaticText", "description": null, "role_description": "text", "value": "", "position": "440.00;10437.00", "size": "129;16", "children": []}, {"name": null, "role": "AXStaticText", "description": null, "role_description": "text", "value": "", "position": "570.00;10437.00", "size": "129;16", "children": []}, {"name": null, "role": "AXStaticText", "description": null, "role_description": "text", "value": "File", "position": "700.00;10437.00", "size": "129;16", "children": []}, {"name": null, "role": "AXStaticText", "description": null, "role_description": "text", "value": " ", "position": "830.00;10437.00", "size": "49;16", "children": []}]}, {"name": null, "role": "AXRow", "description": null, "role_description": "outline row", "value": null, "position": "200.00;10454.00", "size": "695;17", "children": [{"name": null, "role": "AXStaticText", "description": null, "role_description": "text", "value": "Import (Breakpoints)", "position": "218.00;10454.00", "size": "221;16", "children": []}, {"name": null, "role": "AXStaticText", "description": null, "role_description": "text", "value": "", "position": "440.00;10454.00", "size": "129;16", "children": []}, {"name": null, "role": "AXStaticText", "description": null, "role_description": "text", "value": "", "position": "570.00;10454.00", "size": "129;16", "children": []}, {"name": null, "role": "AXStaticText", "description": null, "role_description": "text", "value": "File", "position": "700.00;10454.00", "size": "129;16", "children": []}, {"name": null, "role": "AXStaticText", "description": null, "role_description": "text", "value": " ", "position": "830.00;10454.00", "size": "49;16", "children": []}]}, {"name": null, "role": "AXRow", "description": null, "role_description": "outline row", "value": null, "position": "200.00;10471.00", "size": "695;17", "children": [{"name": null, "role": "AXStaticText", "description": null, "role_description": "text", "value": "Import (CSV In Open Table)", "position": "218.00;10471.00", "size": "221;16", "children": []}, {"name": null, "role": "AXStaticText", "description": null, "role_description": "text", "value": "", "position": "440.00;10471.00", "size": "129;16", "children": []}, {"name": null, "role": "AXStaticText", "description": null, "role_description": "text", "value": "", "position": "570.00;10471.00", "size": "129;16", "children": []}, {"name": null, "role": "AXStaticText", "description": null, "role_description": "text", "value": "File", "position": "700.00;10471.00", "size": "129;16", "children": []}, {"name": null, "role": "AXStaticText", "description": null, "role_description": "text", "value": " ", "position": "830.00;10471.00", "size": "49;16", "children": []}]}, {"name": null, "role": "AXRow", "description": null, "role_description": "outline row", "value": null, "position": "200.00;10488.00", "size": "695;17", "children": [{"name": null, "role": "AXStaticText", "description": null, "role_description": "text", "value": "Import (Existing Projects into Workspace)", "position": "218.00;10488.00", "size": "221;16", "children": []}, {"name": null, "role": "AXStaticText", "description": null, "role_description": "text", "value": "", "position": "440.00;10488.00", "size": "129;16", "children": []}, {"name": null, "role": "AXStaticText", "description": null, "role_description": "text", "value": "", "position": "570.00;10488.00", "size": "129;16", "children": []}, {"name": null, "role": "AXStaticText", "description": null, "role_description": "text", "value": "File", "position": "700.00;10488.00", "size": "129;16", "children": []}, {"name": null, "role": "AXStaticText", "description": null, "role_description": "text", "value": " ", "position": "830.00;10488.00", "size": "49;16", "children": []}]}, {"name": null, "role": "AXRow", "description": null, "role_description": "outline row", "value": null, "position": "200.00;10505.00", "size": "695;17", "children": [{"name": null, "role": "AXStaticText", "description": null, "role_description": "text", "value": "Import (Features)", "position": "218.00;10505.00", "size": "221;16", "children": []}, {"name": null, "role": "AXStaticText", "description": null, "role_description": "text", "value": "", "position": "440.00;10505.00", "size": "129;16", "children": []}, {"name": null, "role": "AXStaticText", "description": null, "role_description": "text", "value": "", "position": "570.00;10505.00", "size": "129;16", "children": []}, {"name": null, "role": "AXStaticText", "description": null, "role_description": "text", "value": "File", "position": "700.00;10505.00", "size": "129;16", "children": []}, {"name": null, "role": "AXStaticText", "description": null, "role_description": "text", "value": " ", "position": "830.00;10505.00", "size": "49;16", "children": []}]}, {"name": null, "role": "AXRow", "description": null, "role_description": "outline row", "value": null, "position": "200.00;10522.00", "size": "695;17", "children": [{"name": null, "role": "AXStaticText", "description": null, "role_description": "text", "value": "Import (File System)", "position": "218.00;10522.00", "size": "221;16", "children": []}, {"name": null, "role": "AXStaticText", "description": null, "role_description": "text", "value": "", "position": "440.00;10522.00", "size": "129;16", "children": []}, {"name": null, "role": "AXStaticText", "description": null, "role_description": "text", "value": "", "position": "570.00;10522.00", "size": "129;16", "children": []}, {"name": null, "role": "AXStaticText", "description": null, "role_description": "text", "value": "File", "position": "700.00;10522.00", "size": "129;16", "children": []}, {"name": null, "role": "AXStaticText", "description": null, "role_description": "text", "value": " ", "position": "830.00;10522.00", "size": "49;16", "children": []}]}, {"name": null, "role": "AXRow", "description": null, "role_description": "outline row", "value": null, "position": "200.00;10539.00", "size": "695;17", "children": [{"name": null, "role": "AXStaticText", "description": null, "role_description": "text", "value": "Import (From Existing Installation)", "position": "218.00;10539.00", "size": "221;16", "children": []}, {"name": null, "role": "AXStaticText", "description": null, "role_description": "text", "value": "", "position": "440.00;10539.00", "size": "129;16", "children": []}, {"name": null, "role": "AXStaticText", "description": null, "role_description": "text", "value": "", "position": "570.00;10539.00", "size": "129;16", "children": []}, {"name": null, "role": "AXStaticText", "description": null, "role_description": "text", "value": "File", "position": "700.00;10539.00", "size": "129;16", "children": []}, {"name": null, "role": "AXStaticText", "description": null, "role_description": "text", "value": " ", "position": "830.00;10539.00", "size": "49;16", "children": []}]}, {"name": null, "role": "AXRow", "description": null, "role_description": "outline row", "value": null, "position": "200.00;10556.00", "size": "695;17", "children": [{"name": null, "role": "AXStaticText", "description": null, "role_description": "text", "value": "Import (Install Software Items from File)", "position": "218.00;10556.00", "size": "221;16", "children": []}, {"name": null, "role": "AXStaticText", "description": null, "role_description": "text", "value": "", "position": "440.00;10556.00", "size": "129;16", "children": []}, {"name": null, "role": "AXStaticText", "description": null, "role_description": "text", "value": "", "position": "570.00;10556.00", "size": "129;16", "children": []}, {"name": null, "role": "AXStaticText", "description": null, "role_description": "text", "value": "File", "position": "700.00;10556.00", "size": "129;16", "children": []}, {"name": null, "role": "AXStaticText", "description": null, "role_description": "text", "value": " ", "position": "830.00;10556.00", "size": "49;16", "children": []}]}, {"name": null, "role": "AXRow", "description": null, "role_description": "outline row", "value": null, "position": "200.00;10573.00", "size": "695;17", "children": [{"name": null, "role": "AXStaticText", "description": null, "role_description": "text", "value": "Import (Launch Configurations)", "position": "218.00;10573.00", "size": "221;16", "children": []}, {"name": null, "role": "AXStaticText", "description": null, "role_description": "text", "value": "", "position": "440.00;10573.00", "size": "129;16", "children": []}, {"name": null, "role": "AXStaticText", "description": null, "role_description": "text", "value": "", "position": "570.00;10573.00", "size": "129;16", "children": []}, {"name": null, "role": "AXStaticText", "description": null, "role_description": "text", "value": "File", "position": "700.00;10573.00", "size": "129;16", "children": []}, {"name": null, "role": "AXStaticText", "description": null, "role_description": "text", "value": " ", "position": "830.00;10573.00", "size": "49;16", "children": []}]}, {"name": null, "role": "AXRow", "description": null, "role_description": "outline row", "value": null, "position": "200.00;10590.00", "size": "695;17", "children": [{"name": null, "role": "AXStaticText", "description": null, "role_description": "text", "value": "Import (Plug-ins and Fragments)", "position": "218.00;10590.00", "size": "221;16", "children": []}, {"name": null, "role": "AXStaticText", "description": null, "role_description": "text", "value": "", "position": "440.00;10590.00", "size": "129;16", "children": []}, {"name": null, "role": "AXStaticText", "description": null, "role_description": "text", "value": "", "position": "570.00;10590.00", "size": "129;16", "children": []}, {"name": null, "role": "AXStaticText", "description": null, "role_description": "text", "value": "File", "position": "700.00;10590.00", "size": "129;16", "children": []}, {"name": null, "role": "AXStaticText", "description": null, "role_description": "text", "value": " ", "position": "830.00;10590.00", "size": "49;16", "children": []}]}, {"name": null, "role": "AXRow", "description": null, "role_description": "outline row", "value": null, "position": "200.00;10607.00", "size": "695;17", "children": [{"name": null, "role": "AXStaticText", "description": null, "role_description": "text", "value": "Import (Preferences)", "position": "218.00;10607.00", "size": "221;16", "children": []}, {"name": null, "role": "AXStaticText", "description": null, "role_description": "text", "value": "", "position": "440.00;10607.00", "size": "129;16", "children": []}, {"name": null, "role": "AXStaticText", "description": null, "role_description": "text", "value": "", "position": "570.00;10607.00", "size": "129;16", "children": []}, {"name": null, "role": "AXStaticText", "description": null, "role_description": "text", "value": "File", "position": "700.00;10607.00", "size": "129;16", "children": []}, {"name": null, "role": "AXStaticText", "description": null, "role_description": "text", "value": " ", "position": "830.00;10607.00", "size": "49;16", "children": []}]}, {"name": null, "role": "AXRow", "description": null, "role_description": "outline row", "value": null, "position": "200.00;10624.00", "size": "695;17", "children": [{"name": null, "role": "AXStaticText", "description": null, "role_description": "text", "value": "Import (Projects from Folder or Archive)", "position": "218.00;10624.00", "size": "221;16", "children": []}, {"name": null, "role": "AXStaticText", "description": null, "role_description": "text", "value": "", "position": "440.00;10624.00", "size": "129;16", "children": []}, {"name": null, "role": "AXStaticText", "description": null, "role_description": "text", "value": "", "position": "570.00;10624.00", "size": "129;16", "children": []}, {"name": null, "role": "AXStaticText", "description": null, "role_description": "text", "value": "File", "position": "700.00;10624.00", "size": "129;16", "children": []}, {"name": null, "role": "AXStaticText", "description": null, "role_description": "text", "value": " ", "position": "830.00;10624.00", "size": "49;16", "children": []}]}, {"name": null, "role": "AXRow", "description": null, "role_description": "outline row", "value": null, "position": "200.00;10641.00", "size": "695;17", "children": [{"name": null, "role": "AXStaticText", "description": null, "role_description": "text", "value": "Import (Projects from Git (with smart import))", "position": "218.00;10641.00", "size": "221;16", "children": []}, {"name": null, "role": "AXStaticText", "description": null, "role_description": "text", "value": "", "position": "440.00;10641.00", "size": "129;16", "children": []}, {"name": null, "role": "AXStaticText", "description": null, "role_description": "text", "value": "", "position": "570.00;10641.00", "size": "129;16", "children": []}, {"name": null, "role": "AXStaticText", "description": null, "role_description": "text", "value": "File", "position": "700.00;10641.00", "size": "129;16", "children": []}, {"name": null, "role": "AXStaticText", "description": null, "role_description": "text", "value": " ", "position": "830.00;10641.00", "size": "49;16", "children": []}]}, {"name": null, "role": "AXRow", "description": null, "role_description": "outline row", "value": null, "position": "200.00;10658.00", "size": "695;17", "children": [{"name": null, "role": "AXStaticText", "description": null, "role_description": "text", "value": "Import (Projects from Git)", "position": "218.00;10658.00", "size": "221;16", "children": []}, {"name": null, "role": "AXStaticText", "description": null, "role_description": "text", "value": "", "position": "440.00;10658.00", "size": "129;16", "children": []}, {"name": null, "role": "AXStaticText", "description": null, "role_description": "text", "value": "", "position": "570.00;10658.00", "size": "129;16", "children": []}, {"name": null, "role": "AXStaticText", "description": null, "role_description": "text", "value": "File", "position": "700.00;10658.00", "size": "129;16", "children": []}, {"name": null, "role": "AXStaticText", "description": null, "role_description": "text", "value": " ", "position": "830.00;10658.00", "size": "49;16", "children": []}]}, {"name": null, "role": "AXRow", "description": null, "role_description": "outline row", "value": null, "position": "200.00;10675.00", "size": "695;17", "children": [{"name": null, "role": "AXStaticText", "description": null, "role_description": "text", "value": "Import (Team Project Set)", "position": "218.00;10675.00", "size": "221;16", "children": []}, {"name": null, "role": "AXStaticText", "description": null, "role_description": "text", "value": "", "position": "440.00;10675.00", "size": "129;16", "children": []}, {"name": null, "role": "AXStaticText", "description": null, "role_description": "text", "value": "", "position": "570.00;10675.00", "size": "129;16", "children": []}, {"name": null, "role": "AXStaticText", "description": null, "role_description": "text", "value": "File", "position": "700.00;10675.00", "size": "129;16", "children": []}, {"name": null, "role": "AXStaticText", "description": null, "role_description": "text", "value": " ", "position": "830.00;10675.00", "size": "49;16", "children": []}]}, {"name": null, "role": "AXRow", "description": null, "role_description": "outline row", "value": null, "position": "200.00;10692.00", "size": "695;17", "children": [{"name": null, "role": "AXStaticText", "description": null, "role_description": "text", "value": "Import Changed Projects", "position": "218.00;10692.00", "size": "221;16", "children": []}, {"name": null, "role": "AXStaticText", "description": null, "role_description": "text", "value": "", "position": "440.00;10692.00", "size": "129;16", "children": []}, {"name": null, "role": "AXStaticText", "description": null, "role_description": "text", "value": "", "position": "570.00;10692.00", "size": "129;16", "children": []}, {"name": null, "role": "AXStaticText", "description": null, "role_description": "text", "value": "Git", "position": "700.00;10692.00", "size": "129;16", "children": []}, {"name": null, "role": "AXStaticText", "description": null, "role_description": "text", "value": " ", "position": "830.00;10692.00", "size": "49;16", "children": []}]}, {"name": null, "role": "AXRow", "description": null, "role_description": "outline row", "value": null, "position": "200.00;10709.00", "size": "695;17", "children": [{"name": null, "role": "AXStaticText", "description": null, "role_description": "text", "value": "Import from file", "position": "218.00;10709.00", "size": "221;16", "children": []}, {"name": null, "role": "AXStaticText", "description": null, "role_description": "text", "value": "", "position": "440.00;10709.00", "size": "129;16", "children": []}, {"name": null, "role": "AXStaticText", "description": null, "role_description": "text", "value": "", "position": "570.00;10709.00", "size": "129;16", "children": []}, {"name": null, "role": "AXStaticText", "description": null, "role_description": "text", "value": "NatTable Rows Catgerory", "position": "700.00;10709.00", "size": "129;16", "children": []}, {"name": null, "role": "AXStaticText", "description": null, "role_description": "text", "value": " ", "position": "830.00;10709.00", "size": "49;16", "children": []}]}, {"name": null, "role": "AXRow", "description": null, "role_description": "outline row", "value": null, "position": "200.00;10726.00", "size": "695;17", "children": [{"name": null, "role": "AXStaticText", "description": null, "role_description": "text", "value": "Import from file", "position": "218.00;10726.00", "size": "221;16", "children": []}, {"name": null, "role": "AXStaticText", "description": null, "role_description": "text", "value": "", "position": "440.00;10726.00", "size": "129;16", "children": []}, {"name": null, "role": "AXStaticText", "description": null, "role_description": "text", "value": "", "position": "570.00;10726.00", "size": "129;16", "children": []}, {"name": null, "role": "AXStaticText", "description": null, "role_description": "text", "value": "Papyrus Nattable Widget Category", "position": "700.00;10726.00", "size": "129;16", "children": []}, {"name": null, "role": "AXStaticText", "description": null, "role_description": "text", "value": " ", "position": "830.00;10726.00", "size": "49;16", "children": []}]}, {"name": null, "role": "AXRow", "description": null, "role_description": "outline row", "value": null, "position": "200.00;10743.00", "size": "695;17", "children": [{"name": null, "role": "AXStaticText", "description": null, "role_description": "text", "value": "Import Package From Workspace", "position": "218.00;10743.00", "size": "221;16", "children": []}, {"name": null, "role": "AXStaticText", "description": null, "role_description": "text", "value": "", "position": "440.00;10743.00", "size": "129;16", "children": []}, {"name": null, "role": "AXStaticText", "description": null, "role_description": "text", "value": "", "position": "570.00;10743.00", "size": "129;16", "children": []}, {"name": null, "role": "AXStaticText", "description": null, "role_description": "text", "value": "Papyrus Category", "position": "700.00;10743.00", "size": "129;16", "children": []}, {"name": null, "role": "AXStaticText", "description": null, "role_description": "text", "value": " ", "position": "830.00;10743.00", "size": "49;16", "children": []}]}, {"name": null, "role": "AXRow", "description": null, "role_description": "outline row", "value": null, "position": "200.00;10760.00", "size": "695;17", "children": [{"name": null, "role": "AXStaticText", "description": null, "role_description": "text", "value": "Import Projects...", "position": "218.00;10760.00", "size": "221;16", "children": []}, {"name": null, "role": "AXStaticText", "description": null, "role_description": "text", "value": "", "position": "440.00;10760.00", "size": "129;16", "children": []}, {"name": null, "role": "AXStaticText", "description": null, "role_description": "text", "value": "", "position": "570.00;10760.00", "size": "129;16", "children": []}, {"name": null, "role": "AXStaticText", "description": null, "role_description": "text", "value": "Git", "position": "700.00;10760.00", "size": "129;16", "children": []}, {"name": null, "role": "AXStaticText", "description": null, "role_description": "text", "value": " ", "position": "830.00;10760.00", "size": "49;16", "children": []}]}, {"name": null, "role": "AXRow", "description": null, "role_description": "outline row", "value": null, "position": "200.00;10777.00", "size": "695;17", "children": [{"name": null, "role": "AXStaticText", "description": null, "role_description": "text", "value": "Import Registered Package", "position": "218.00;10777.00", "size": "221;16", "children": []}, {"name": null, "role": "AXStaticText", "description": null, "role_description": "text", "value": "", "position": "440.00;10777.00", "size": "129;16", "children": []}, {"name": null, "role": "AXStaticText", "description": null, "role_description": "text", "value": "", "position": "570.00;10777.00", "size": "129;16", "children": []}, {"name": null, "role": "AXStaticText", "description": null, "role_description": "text", "value": "Papyrus Category", "position": "700.00;10777.00", "size": "129;16", "children": []}, {"name": null, "role": "AXStaticText", "description": null, "role_description": "text", "value": " ", "position": "830.00;10777.00", "size": "49;16", "children": []}]}, {"name": null, "role": "AXRow", "description": null, "role_description": "outline row", "value": null, "position": "200.00;10794.00", "size": "695;17", "children": [{"name": null, "role": "AXStaticText", "description": null, "role_description": "text", "value": "Import Registered Profile", "position": "218.00;10794.00", "size": "221;16", "children": []}, {"name": null, "role": "AXStaticText", "description": null, "role_description": "text", "value": "", "position": "440.00;10794.00", "size": "129;16", "children": []}, {"name": null, "role": "AXStaticText", "description": null, "role_description": "text", "value": "", "position": "570.00;10794.00", "size": "129;16", "children": []}, {"name": null, "role": "AXStaticText", "description": null, "role_description": "text", "value": "Papyrus Category", "position": "700.00;10794.00", "size": "129;16", "children": []}, {"name": null, "role": "AXStaticText", "description": null, "role_description": "text", "value": " ", "position": "830.00;10794.00", "size": "49;16", "children": []}]}, {"name": null, "role": "AXRow", "description": null, "role_description": "outline row", "value": null, "position": "200.00;10811.00", "size": "695;17", "children": [{"name": null, "role": "AXStaticText", "description": null, "role_description": "text", "value": "Incremental Find", "position": "218.00;10811.00", "size": "221;16", "children": []}, {"name": null, "role": "AXStaticText", "description": null, "role_description": "text", "value": "⌘J", "position": "440.00;10811.00", "size": "129;16", "children": []}, {"name": null, "role": "AXStaticText", "description": null, "role_description": "text", "value": "Editing Text", "position": "570.00;10811.00", "size": "129;16", "children": []}, {"name": null, "role": "AXStaticText", "description": null, "role_description": "text", "value": "Edit", "position": "700.00;10811.00", "size": "129;16", "children": []}, {"name": null, "role": "AXStaticText", "description": null, "role_description": "text", "value": " ", "position": "830.00;10811.00", "size": "49;16", "children": []}]}, {"name": null, "role": "AXRow", "description": null, "role_description": "outline row", "value": null, "position": "200.00;10828.00", "size": "695;17", "children": [{"name": null, "role": "AXStaticText", "description": null, "role_description": "text", "value": "Incremental Find", "position": "218.00;10828.00", "size": "221;16", "children": []}, {"name": null, "role": "AXStaticText", "description": null, "role_description": "text", "value": "⌘J", "position": "440.00;10828.00", "size": "129;16", "children": []}, {"name": null, "role": "AXStaticText", "description": null, "role_description": "text", "value": "Embedded Xtext Editor context", "position": "570.00;10828.00", "size": "129;16", "children": []}, {"name": null, "role": "AXStaticText", "description": null, "role_description": "text", "value": "Edit", "position": "700.00;10828.00", "size": "129;16", "children": []}, {"name": null, "role": "AXStaticText", "description": null, "role_description": "text", "value": " ", "position": "830.00;10828.00", "size": "49;16", "children": []}]}, {"name": null, "role": "AXRow", "description": null, "role_description": "outline row", "value": null, "position": "200.00;10845.00", "size": "695;17", "children": [{"name": null, "role": "AXStaticText", "description": null, "role_description": "text", "value": "Incremental Find Reverse", "position": "218.00;10845.00", "size": "221;16", "children": []}, {"name": null, "role": "AXStaticText", "description": null, "role_description": "text", "value": "⇧⌘J", "position": "440.00;10845.00", "size": "129;16", "children": []}, {"name": null, "role": "AXStaticText", "description": null, "role_description": "text", "value": "Editing Text", "position": "570.00;10845.00", "size": "129;16", "children": []}, {"name": null, "role": "AXStaticText", "description": null, "role_description": "text", "value": "Edit", "position": "700.00;10845.00", "size": "129;16", "children": []}, {"name": null, "role": "AXStaticText", "description": null, "role_description": "text", "value": " ", "position": "830.00;10845.00", "size": "49;16", "children": []}]}, {"name": null, "role": "AXRow", "description": null, "role_description": "outline row", "value": null, "position": "200.00;10862.00", "size": "695;17", "children": [{"name": null, "role": "AXStaticText", "description": null, "role_description": "text", "value": "Incremental Find Reverse", "position": "218.00;10862.00", "size": "221;16", "children": []}, {"name": null, "role": "AXStaticText", "description": null, "role_description": "text", "value": "⇧⌘J", "position": "440.00;10862.00", "size": "129;16", "children": []}, {"name": null, "role": "AXStaticText", "description": null, "role_description": "text", "value": "Embedded Xtext Editor context", "position": "570.00;10862.00", "size": "129;16", "children": []}, {"name": null, "role": "AXStaticText", "description": null, "role_description": "text", "value": "Edit", "position": "700.00;10862.00", "size": "129;16", "children": []}, {"name": null, "role": "AXStaticText", "description": null, "role_description": "text", "value": " ", "position": "830.00;10862.00", "size": "49;16", "children": []}]}, {"name": null, "role": "AXRow", "description": null, "role_description": "outline row", "value": null, "position": "200.00;10879.00", "size": "695;17", "children": [{"name": null, "role": "AXStaticText", "description": null, "role_description": "text", "value": "Index", "position": "218.00;10879.00", "size": "221;16", "children": []}, {"name": null, "role": "AXStaticText", "description": null, "role_description": "text", "value": "", "position": "440.00;10879.00", "size": "129;16", "children": []}, {"name": null, "role": "AXStaticText", "description": null, "role_description": "text", "value": "", "position": "570.00;10879.00", "size": "129;16", "children": []}, {"name": null, "role": "AXStaticText", "description": null, "role_description": "text", "value": "Help", "position": "700.00;10879.00", "size": "129;16", "children": []}, {"name": null, "role": "AXStaticText", "description": null, "role_description": "text", "value": " ", "position": "830.00;10879.00", "size": "49;16", "children": []}]}, {"name": null, "role": "AXRow", "description": null, "role_description": "outline row", "value": null, "position": "200.00;10896.00", "size": "695;17", "children": [{"name": null, "role": "AXStaticText", "description": null, "role_description": "text", "value": "Infer Generic Type Arguments", "position": "218.00;10896.00", "size": "221;16", "children": []}, {"name": null, "role": "AXStaticText", "description": null, "role_description": "text", "value": "", "position": "440.00;10896.00", "size": "129;16", "children": []}, {"name": null, "role": "AXStaticText", "description": null, "role_description": "text", "value": "", "position": "570.00;10896.00", "size": "129;16", "children": []}, {"name": null, "role": "AXStaticText", "description": null, "role_description": "text", "value": "Refactor - Java", "position": "700.00;10896.00", "size": "129;16", "children": []}, {"name": null, "role": "AXStaticText", "description": null, "role_description": "text", "value": " ", "position": "830.00;10896.00", "size": "49;16", "children": []}]}, {"name": null, "role": "AXRow", "description": null, "role_description": "outline row", "value": null, "position": "200.00;10913.00", "size": "695;17", "children": [{"name": null, "role": "AXStaticText", "description": null, "role_description": "text", "value": "Inline", "position": "218.00;10913.00", "size": "221;16", "children": []}, {"name": null, "role": "AXStaticText", "description": null, "role_description": "text", "value": "⌥⌘I", "position": "440.00;10913.00", "size": "129;16", "children": []}, {"name": null, "role": "AXStaticText", "description": null, "role_description": "text", "value": "In Windows", "position": "570.00;10913.00", "size": "129;16", "children": []}, {"name": null, "role": "AXStaticText", "description": null, "role_description": "text", "value": "Refactor - Java", "position": "700.00;10913.00", "size": "129;16", "children": []}, {"name": null, "role": "AXStaticText", "description": null, "role_description": "text", "value": " ", "position": "830.00;10913.00", "size": "49;16", "children": []}]}, {"name": null, "role": "AXRow", "description": null, "role_description": "outline row", "value": null, "position": "200.00;10930.00", "size": "695;17", "children": [{"name": null, "role": "AXStaticText", "description": null, "role_description": "text", "value": "Insert", "position": "218.00;10930.00", "size": "221;16", "children": []}, {"name": null, "role": "AXStaticText", "description": null, "role_description": "text", "value": "", "position": "440.00;10930.00", "size": "129;16", "children": []}, {"name": null, "role": "AXStaticText", "description": null, "role_description": "text", "value": "", "position": "570.00;10930.00", "size": "129;16", "children": []}, {"name": null, "role": "AXStaticText", "description": null, "role_description": "text", "value": "NatTable Rows Catgerory", "position": "700.00;10930.00", "size": "129;16", "children": []}, {"name": null, "role": "AXStaticText", "description": null, "role_description": "text", "value": " ", "position": "830.00;10930.00", "size": "49;16", "children": []}]}, {"name": null, "role": "AXRow", "description": null, "role_description": "outline row", "value": null, "position": "200.00;10947.00", "size": "695;17", "children": [{"name": null, "role": "AXStaticText", "description": null, "role_description": "text", "value": "Insert", "position": "218.00;10947.00", "size": "221;16", "children": []}, {"name": null, "role": "AXStaticText", "description": null, "role_description": "text", "value": "", "position": "440.00;10947.00", "size": "129;16", "children": []}, {"name": null, "role": "AXStaticText", "description": null, "role_description": "text", "value": "", "position": "570.00;10947.00", "size": "129;16", "children": []}, {"name": null, "role": "AXStaticText", "description": null, "role_description": "text", "value": "Papyrus Nattable Widget Category", "position": "700.00;10947.00", "size": "129;16", "children": []}, {"name": null, "role": "AXStaticText", "description": null, "role_description": "text", "value": " ", "position": "830.00;10947.00", "size": "49;16", "children": []}]}, {"name": null, "role": "AXRow", "description": null, "role_description": "outline row", "value": null, "position": "200.00;10964.00", "size": "695;17", "children": [{"name": null, "role": "AXStaticText", "description": null, "role_description": "text", "value": "Insert Line Above Current Line", "position": "218.00;10964.00", "size": "221;16", "children": []}, {"name": null, "role": "AXStaticText", "description": null, "role_description": "text", "value": "⇧⌘↩", "position": "440.00;10964.00", "size": "129;16", "children": []}, {"name": null, "role": "AXStaticText", "description": null, "role_description": "text", "value": "Editing Text", "position": "570.00;10964.00", "size": "129;16", "children": []}, {"name": null, "role": "AXStaticText", "description": null, "role_description": "text", "value": "Text Editing", "position": "700.00;10964.00", "size": "129;16", "children": []}, {"name": null, "role": "AXStaticText", "description": null, "role_description": "text", "value": " ", "position": "830.00;10964.00", "size": "49;16", "children": []}]}, {"name": null, "role": "AXRow", "description": null, "role_description": "outline row", "value": null, "position": "200.00;10981.00", "size": "695;17", "children": [{"name": null, "role": "AXStaticText", "description": null, "role_description": "text", "value": "Insert Line Above Current Line", "position": "218.00;10981.00", "size": "221;16", "children": []}, {"name": null, "role": "AXStaticText", "description": null, "role_description": "text", "value": "⇧⌘↩", "position": "440.00;10981.00", "size": "129;16", "children": []}, {"name": null, "role": "AXStaticText", "description": null, "role_description": "text", "value": "Embedded Xtext Editor context", "position": "570.00;10981.00", "size": "129;16", "children": []}, {"name": null, "role": "AXStaticText", "description": null, "role_description": "text", "value": "Text Editing", "position": "700.00;10981.00", "size": "129;16", "children": []}, {"name": null, "role": "AXStaticText", "description": null, "role_description": "text", "value": " ", "position": "830.00;10981.00", "size": "49;16", "children": []}]}, {"name": null, "role": "AXRow", "description": null, "role_description": "outline row", "value": null, "position": "200.00;10998.00", "size": "695;17", "children": [{"name": null, "role": "AXStaticText", "description": null, "role_description": "text", "value": "Insert Line Below Current Line", "position": "218.00;10998.00", "size": "221;16", "children": []}, {"name": null, "role": "AXStaticText", "description": null, "role_description": "text", "value": "⇧↩", "position": "440.00;10998.00", "size": "129;16", "children": []}, {"name": null, "role": "AXStaticText", "description": null, "role_description": "text", "value": "Editing Text", "position": "570.00;10998.00", "size": "129;16", "children": []}, {"name": null, "role": "AXStaticText", "description": null, "role_description": "text", "value": "Text Editing", "position": "700.00;10998.00", "size": "129;16", "children": []}, {"name": null, "role": "AXStaticText", "description": null, "role_description": "text", "value": " ", "position": "830.00;10998.00", "size": "49;16", "children": []}]}, {"name": null, "role": "AXRow", "description": null, "role_description": "outline row", "value": null, "position": "200.00;11015.00", "size": "695;17", "children": [{"name": null, "role": "AXStaticText", "description": null, "role_description": "text", "value": "Insert Line Below Current Line", "position": "218.00;11015.00", "size": "221;16", "children": []}, {"name": null, "role": "AXStaticText", "description": null, "role_description": "text", "value": "⇧↩", "position": "440.00;11015.00", "size": "129;16", "children": []}, {"name": null, "role": "AXStaticText", "description": null, "role_description": "text", "value": "Embedded Xtext Editor context", "position": "570.00;11015.00", "size": "129;16", "children": []}, {"name": null, "role": "AXStaticText", "description": null, "role_description": "text", "value": "Text Editing", "position": "700.00;11015.00", "size": "129;16", "children": []}, {"name": null, "role": "AXStaticText", "description": null, "role_description": "text", "value": " ", "position": "830.00;11015.00", "size": "49;16", "children": []}]}, {"name": null, "role": "AXRow", "description": null, "role_description": "outline row", "value": null, "position": "200.00;11032.00", "size": "695;17", "children": [{"name": null, "role": "AXStaticText", "description": null, "role_description": "text", "value": "Inspect", "position": "218.00;11032.00", "size": "221;16", "children": []}, {"name": null, "role": "AXStaticText", "description": null, "role_description": "text", "value": "⇧⌘I", "position": "440.00;11032.00", "size": "129;16", "children": []}, {"name": null, "role": "AXStaticText", "description": null, "role_description": "text", "value": "In Dialogs and Windows", "position": "570.00;11032.00", "size": "129;16", "children": []}, {"name": null, "role": "AXStaticText", "description": null, "role_description": "text", "value": "Run/Debug", "position": "700.00;11032.00", "size": "129;16", "children": []}, {"name": null, "role": "AXStaticText", "description": null, "role_description": "text", "value": " ", "position": "830.00;11032.00", "size": "49;16", "children": []}]}, {"name": null, "role": "AXRow", "description": null, "role_description": "outline row", "value": null, "position": "200.00;11049.00", "size": "695;17", "children": [{"name": null, "role": "AXStaticText", "description": null, "role_description": "text", "value": "Installation Information", "position": "218.00;11049.00", "size": "221;16", "children": []}, {"name": null, "role": "AXStaticText", "description": null, "role_description": "text", "value": "", "position": "440.00;11049.00", "size": "129;16", "children": []}, {"name": null, "role": "AXStaticText", "description": null, "role_description": "text", "value": "", "position": "570.00;11049.00", "size": "129;16", "children": []}, {"name": null, "role": "AXStaticText", "description": null, "role_description": "text", "value": "Help", "position": "700.00;11049.00", "size": "129;16", "children": []}, {"name": null, "role": "AXStaticText", "description": null, "role_description": "text", "value": " ", "position": "830.00;11049.00", "size": "49;16", "children": []}]}, {"name": null, "role": "AXRow", "description": null, "role_description": "outline row", "value": null, "position": "200.00;11066.00", "size": "695;17", "children": [{"name": null, "role": "AXStaticText", "description": null, "role_description": "text", "value": "Instance Count", "position": "218.00;11066.00", "size": "221;16", "children": []}, {"name": null, "role": "AXStaticText", "description": null, "role_description": "text", "value": "", "position": "440.00;11066.00", "size": "129;16", "children": []}, {"name": null, "role": "AXStaticText", "description": null, "role_description": "text", "value": "", "position": "570.00;11066.00", "size": "129;16", "children": []}, {"name": null, "role": "AXStaticText", "description": null, "role_description": "text", "value": "Run/Debug", "position": "700.00;11066.00", "size": "129;16", "children": []}, {"name": null, "role": "AXStaticText", "description": null, "role_description": "text", "value": " ", "position": "830.00;11066.00", "size": "49;16", "children": []}]}, {"name": null, "role": "AXRow", "description": null, "role_description": "outline row", "value": null, "position": "200.00;11083.00", "size": "695;17", "children": [{"name": null, "role": "AXStaticText", "description": null, "role_description": "text", "value": "Introduce Factory", "position": "218.00;11083.00", "size": "221;16", "children": []}, {"name": null, "role": "AXStaticText", "description": null, "role_description": "text", "value": "", "position": "440.00;11083.00", "size": "129;16", "children": []}, {"name": null, "role": "AXStaticText", "description": null, "role_description": "text", "value": "", "position": "570.00;11083.00", "size": "129;16", "children": []}, {"name": null, "role": "AXStaticText", "description": null, "role_description": "text", "value": "Refactor - Java", "position": "700.00;11083.00", "size": "129;16", "children": []}, {"name": null, "role": "AXStaticText", "description": null, "role_description": "text", "value": " ", "position": "830.00;11083.00", "size": "49;16", "children": []}]}, {"name": null, "role": "AXRow", "description": null, "role_description": "outline row", "value": null, "position": "200.00;11100.00", "size": "695;17", "children": [{"name": null, "role": "AXStaticText", "description": null, "role_description": "text", "value": "Introduce Indirection", "position": "218.00;11100.00", "size": "221;16", "children": []}, {"name": null, "role": "AXStaticText", "description": null, "role_description": "text", "value": "", "position": "440.00;11100.00", "size": "129;16", "children": []}, {"name": null, "role": "AXStaticText", "description": null, "role_description": "text", "value": "", "position": "570.00;11100.00", "size": "129;16", "children": []}, {"name": null, "role": "AXStaticText", "description": null, "role_description": "text", "value": "Refactor - Java", "position": "700.00;11100.00", "size": "129;16", "children": []}, {"name": null, "role": "AXStaticText", "description": null, "role_description": "text", "value": " ", "position": "830.00;11100.00", "size": "49;16", "children": []}]}, {"name": null, "role": "AXRow", "description": null, "role_description": "outline row", "value": null, "position": "200.00;11117.00", "size": "695;17", "children": [{"name": null, "role": "AXStaticText", "description": null, "role_description": "text", "value": "Introduce Parameter", "position": "218.00;11117.00", "size": "221;16", "children": []}, {"name": null, "role": "AXStaticText", "description": null, "role_description": "text", "value": "", "position": "440.00;11117.00", "size": "129;16", "children": []}, {"name": null, "role": "AXStaticText", "description": null, "role_description": "text", "value": "", "position": "570.00;11117.00", "size": "129;16", "children": []}, {"name": null, "role": "AXStaticText", "description": null, "role_description": "text", "value": "Refactor - Java", "position": "700.00;11117.00", "size": "129;16", "children": []}, {"name": null, "role": "AXStaticText", "description": null, "role_description": "text", "value": " ", "position": "830.00;11117.00", "size": "49;16", "children": []}]}, {"name": null, "role": "AXRow", "description": null, "role_description": "outline row", "value": null, "position": "200.00;11134.00", "size": "695;17", "children": [{"name": null, "role": "AXStaticText", "description": null, "role_description": "text", "value": "Introduce Parameter Object", "position": "218.00;11134.00", "size": "221;16", "children": []}, {"name": null, "role": "AXStaticText", "description": null, "role_description": "text", "value": "", "position": "440.00;11134.00", "size": "129;16", "children": []}, {"name": null, "role": "AXStaticText", "description": null, "role_description": "text", "value": "", "position": "570.00;11134.00", "size": "129;16", "children": []}, {"name": null, "role": "AXStaticText", "description": null, "role_description": "text", "value": "Refactor - Java", "position": "700.00;11134.00", "size": "129;16", "children": []}, {"name": null, "role": "AXStaticText", "description": null, "role_description": "text", "value": " ", "position": "830.00;11134.00", "size": "49;16", "children": []}]}, {"name": null, "role": "AXRow", "description": null, "role_description": "outline row", "value": null, "position": "200.00;11151.00", "size": "695;17", "children": [{"name": null, "role": "AXStaticText", "description": null, "role_description": "text", "value": "Java", "position": "218.00;11151.00", "size": "221;16", "children": []}, {"name": null, "role": "AXStaticText", "description": null, "role_description": "text", "value": "", "position": "440.00;11151.00", "size": "129;16", "children": []}, {"name": null, "role": "AXStaticText", "description": null, "role_description": "text", "value": "", "position": "570.00;11151.00", "size": "129;16", "children": []}, {"name": null, "role": "AXStaticText", "description": null, "role_description": "text", "value": "Perspectives", "position": "700.00;11151.00", "size": "129;16", "children": []}, {"name": null, "role": "AXStaticText", "description": null, "role_description": "text", "value": " ", "position": "830.00;11151.00", "size": "49;16", "children": []}]}, {"name": null, "role": "AXRow", "description": null, "role_description": "outline row", "value": null, "position": "200.00;11168.00", "size": "695;17", "children": [{"name": null, "role": "AXStaticText", "description": null, "role_description": "text", "value": "Java Breakpoint Properties", "position": "218.00;11168.00", "size": "221;16", "children": []}, {"name": null, "role": "AXStaticText", "description": null, "role_description": "text", "value": "⌥↩", "position": "440.00;11168.00", "size": "129;16", "children": []}, {"name": null, "role": "AXStaticText", "description": null, "role_description": "text", "value": "In Breakpoints View", "position": "570.00;11168.00", "size": "129;16", "children": []}, {"name": null, "role": "AXStaticText", "description": null, "role_description": "text", "value": "Run/Debug", "position": "700.00;11168.00", "size": "129;16", "children": []}, {"name": null, "role": "AXStaticText", "description": null, "role_description": "text", "value": " ", "position": "830.00;11168.00", "size": "49;16", "children": []}]}, {"name": null, "role": "AXRow", "description": null, "role_description": "outline row", "value": null, "position": "200.00;11185.00", "size": "695;17", "children": [{"name": null, "role": "AXStaticText", "description": null, "role_description": "text", "value": "Java Browsing", "position": "218.00;11185.00", "size": "221;16", "children": []}, {"name": null, "role": "AXStaticText", "description": null, "role_description": "text", "value": "", "position": "440.00;11185.00", "size": "129;16", "children": []}, {"name": null, "role": "AXStaticText", "description": null, "role_description": "text", "value": "", "position": "570.00;11185.00", "size": "129;16", "children": []}, {"name": null, "role": "AXStaticText", "description": null, "role_description": "text", "value": "Perspectives", "position": "700.00;11185.00", "size": "129;16", "children": []}, {"name": null, "role": "AXStaticText", "description": null, "role_description": "text", "value": " ", "position": "830.00;11185.00", "size": "49;16", "children": []}]}, {"name": null, "role": "AXRow", "description": null, "role_description": "outline row", "value": null, "position": "200.00;11202.00", "size": "695;17", "children": [{"name": null, "role": "AXStaticText", "description": null, "role_description": "text", "value": "Java Type Hierarchy", "position": "218.00;11202.00", "size": "221;16", "children": []}, {"name": null, "role": "AXStaticText", "description": null, "role_description": "text", "value": "", "position": "440.00;11202.00", "size": "129;16", "children": []}, {"name": null, "role": "AXStaticText", "description": null, "role_description": "text", "value": "", "position": "570.00;11202.00", "size": "129;16", "children": []}, {"name": null, "role": "AXStaticText", "description": null, "role_description": "text", "value": "Perspectives", "position": "700.00;11202.00", "size": "129;16", "children": []}, {"name": null, "role": "AXStaticText", "description": null, "role_description": "text", "value": " ", "position": "830.00;11202.00", "size": "49;16", "children": []}]}, {"name": null, "role": "AXRow", "description": null, "role_description": "outline row", "value": null, "position": "200.00;11219.00", "size": "695;17", "children": [{"name": null, "role": "AXStaticText", "description": null, "role_description": "text", "value": "Join Lines", "position": "218.00;11219.00", "size": "221;16", "children": []}, {"name": null, "role": "AXStaticText", "description": null, "role_description": "text", "value": "", "position": "440.00;11219.00", "size": "129;16", "children": []}, {"name": null, "role": "AXStaticText", "description": null, "role_description": "text", "value": "", "position": "570.00;11219.00", "size": "129;16", "children": []}, {"name": null, "role": "AXStaticText", "description": null, "role_description": "text", "value": "Text Editing", "position": "700.00;11219.00", "size": "129;16", "children": []}, {"name": null, "role": "AXStaticText", "description": null, "role_description": "text", "value": " ", "position": "830.00;11219.00", "size": "49;16", "children": []}]}, {"name": null, "role": "AXRow", "description": null, "role_description": "outline row", "value": null, "position": "200.00;11236.00", "size": "695;17", "children": [{"name": null, "role": "AXStaticText", "description": null, "role_description": "text", "value": "Layout Spy", "position": "218.00;11236.00", "size": "221;16", "children": []}, {"name": null, "role": "AXStaticText", "description": null, "role_description": "text", "value": "⌥⇧⌘F9", "position": "440.00;11236.00", "size": "129;16", "children": []}, {"name": null, "role": "AXStaticText", "description": null, "role_description": "text", "value": "In Dialogs and Windows", "position": "570.00;11236.00", "size": "129;16", "children": []}, {"name": null, "role": "AXStaticText", "description": null, "role_description": "text", "value": "Spy", "position": "700.00;11236.00", "size": "129;16", "children": []}, {"name": null, "role": "AXStaticText", "description": null, "role_description": "text", "value": " ", "position": "830.00;11236.00", "size": "49;16", "children": []}]}, {"name": null, "role": "AXRow", "description": null, "role_description": "outline row", "value": null, "position": "200.00;11253.00", "size": "695;17", "children": [{"name": null, "role": "AXStaticText", "description": null, "role_description": "text", "value": "Line Down", "position": "218.00;11253.00", "size": "221;16", "children": []}, {"name": null, "role": "AXStaticText", "description": null, "role_description": "text", "value": "", "position": "440.00;11253.00", "size": "129;16", "children": []}, {"name": null, "role": "AXStaticText", "description": null, "role_description": "text", "value": "", "position": "570.00;11253.00", "size": "129;16", "children": []}, {"name": null, "role": "AXStaticText", "description": null, "role_description": "text", "value": "Text Editing", "position": "700.00;11253.00", "size": "129;16", "children": []}, {"name": null, "role": "AXStaticText", "description": null, "role_description": "text", "value": " ", "position": "830.00;11253.00", "size": "49;16", "children": []}]}, {"name": null, "role": "AXRow", "description": null, "role_description": "outline row", "value": null, "position": "200.00;11270.00", "size": "695;17", "children": [{"name": null, "role": "AXStaticText", "description": null, "role_description": "text", "value": "Line End", "position": "218.00;11270.00", "size": "221;16", "children": []}, {"name": null, "role": "AXStaticText", "description": null, "role_description": "text", "value": "⌘→", "position": "440.00;11270.00", "size": "129;16", "children": []}, {"name": null, "role": "AXStaticText", "description": null, "role_description": "text", "value": "Editing Text", "position": "570.00;11270.00", "size": "129;16", "children": []}, {"name": null, "role": "AXStaticText", "description": null, "role_description": "text", "value": "Text Editing", "position": "700.00;11270.00", "size": "129;16", "children": []}, {"name": null, "role": "AXStaticText", "description": null, "role_description": "text", "value": " ", "position": "830.00;11270.00", "size": "49;16", "children": []}]}, {"name": null, "role": "AXRow", "description": null, "role_description": "outline row", "value": null, "position": "200.00;11287.00", "size": "695;17", "children": [{"name": null, "role": "AXStaticText", "description": null, "role_description": "text", "value": "Line End", "position": "218.00;11287.00", "size": "221;16", "children": []}, {"name": null, "role": "AXStaticText", "description": null, "role_description": "text", "value": "⌘→", "position": "440.00;11287.00", "size": "129;16", "children": []}, {"name": null, "role": "AXStaticText", "description": null, "role_description": "text", "value": "Embedded Xtext Editor context", "position": "570.00;11287.00", "size": "129;16", "children": []}, {"name": null, "role": "AXStaticText", "description": null, "role_description": "text", "value": "Text Editing", "position": "700.00;11287.00", "size": "129;16", "children": []}, {"name": null, "role": "AXStaticText", "description": null, "role_description": "text", "value": " ", "position": "830.00;11287.00", "size": "49;16", "children": []}]}, {"name": null, "role": "AXRow", "description": null, "role_description": "outline row", "value": null, "position": "200.00;11304.00", "size": "695;17", "children": [{"name": null, "role": "AXStaticText", "description": null, "role_description": "text", "value": "Line Start", "position": "218.00;11304.00", "size": "221;16", "children": []}, {"name": null, "role": "AXStaticText", "description": null, "role_description": "text", "value": "⌘←", "position": "440.00;11304.00", "size": "129;16", "children": []}, {"name": null, "role": "AXStaticText", "description": null, "role_description": "text", "value": "Editing Text", "position": "570.00;11304.00", "size": "129;16", "children": []}, {"name": null, "role": "AXStaticText", "description": null, "role_description": "text", "value": "Text Editing", "position": "700.00;11304.00", "size": "129;16", "children": []}, {"name": null, "role": "AXStaticText", "description": null, "role_description": "text", "value": " ", "position": "830.00;11304.00", "size": "49;16", "children": []}]}, {"name": null, "role": "AXRow", "description": null, "role_description": "outline row", "value": null, "position": "200.00;11321.00", "size": "695;17", "children": [{"name": null, "role": "AXStaticText", "description": null, "role_description": "text", "value": "Line Start", "position": "218.00;11321.00", "size": "221;16", "children": []}, {"name": null, "role": "AXStaticText", "description": null, "role_description": "text", "value": "⌘←", "position": "440.00;11321.00", "size": "129;16", "children": []}, {"name": null, "role": "AXStaticText", "description": null, "role_description": "text", "value": "Embedded Xtext Editor context", "position": "570.00;11321.00", "size": "129;16", "children": []}, {"name": null, "role": "AXStaticText", "description": null, "role_description": "text", "value": "Text Editing", "position": "700.00;11321.00", "size": "129;16", "children": []}, {"name": null, "role": "AXStaticText", "description": null, "role_description": "text", "value": " ", "position": "830.00;11321.00", "size": "49;16", "children": []}]}, {"name": null, "role": "AXRow", "description": null, "role_description": "outline row", "value": null, "position": "200.00;11338.00", "size": "695;17", "children": [{"name": null, "role": "AXStaticText", "description": null, "role_description": "text", "value": "Line Up", "position": "218.00;11338.00", "size": "221;16", "children": []}, {"name": null, "role": "AXStaticText", "description": null, "role_description": "text", "value": "", "position": "440.00;11338.00", "size": "129;16", "children": []}, {"name": null, "role": "AXStaticText", "description": null, "role_description": "text", "value": "", "position": "570.00;11338.00", "size": "129;16", "children": []}, {"name": null, "role": "AXStaticText", "description": null, "role_description": "text", "value": "Text Editing", "position": "700.00;11338.00", "size": "129;16", "children": []}, {"name": null, "role": "AXStaticText", "description": null, "role_description": "text", "value": " ", "position": "830.00;11338.00", "size": "49;16", "children": []}]}, {"name": null, "role": "AXRow", "description": null, "role_description": "outline row", "value": null, "position": "200.00;11355.00", "size": "695;17", "children": [{"name": null, "role": "AXStaticText", "description": null, "role_description": "text", "value": "Load", "position": "218.00;11355.00", "size": "221;16", "children": []}, {"name": null, "role": "AXStaticText", "description": null, "role_description": "text", "value": "", "position": "440.00;11355.00", "size": "129;16", "children": []}, {"name": null, "role": "AXStaticText", "description": null, "role_description": "text", "value": "", "position": "570.00;11355.00", "size": "129;16", "children": []}, {"name": null, "role": "AXStaticText", "description": null, "role_description": "text", "value": "Papyrus Category", "position": "700.00;11355.00", "size": "129;16", "children": []}, {"name": null, "role": "AXStaticText", "description": null, "role_description": "text", "value": " ", "position": "830.00;11355.00", "size": "49;16", "children": []}]}, {"name": null, "role": "AXRow", "description": null, "role_description": "outline row", "value": null, "position": "200.00;11372.00", "size": "695;17", "children": [{"name": null, "role": "AXStaticText", "description": null, "role_description": "text", "value": "Load", "position": "218.00;11372.00", "size": "221;16", "children": []}, {"name": null, "role": "AXStaticText", "description": null, "role_description": "text", "value": "", "position": "440.00;11372.00", "size": "129;16", "children": []}, {"name": null, "role": "AXStaticText", "description": null, "role_description": "text", "value": "", "position": "570.00;11372.00", "size": "129;16", "children": []}, {"name": null, "role": "AXStaticText", "description": null, "role_description": "text", "value": "Papyrus Category", "position": "700.00;11372.00", "size": "129;16", "children": []}, {"name": null, "role": "AXStaticText", "description": null, "role_description": "text", "value": " ", "position": "830.00;11372.00", "size": "49;16", "children": []}]}, {"name": null, "role": "AXRow", "description": null, "role_description": "outline row", "value": null, "position": "200.00;11389.00", "size": "695;17", "children": [{"name": null, "role": "AXStaticText", "description": null, "role_description": "text", "value": "Load Resource", "position": "218.00;11389.00", "size": "221;16", "children": []}, {"name": null, "role": "AXStaticText", "description": null, "role_description": "text", "value": "", "position": "440.00;11389.00", "size": "129;16", "children": []}, {"name": null, "role": "AXStaticText", "description": null, "role_description": "text", "value": "", "position": "570.00;11389.00", "size": "129;16", "children": []}, {"name": null, "role": "AXStaticText", "description": null, "role_description": "text", "value": "CompositeStructure Editor Commands", "position": "700.00;11389.00", "size": "129;16", "children": []}, {"name": null, "role": "AXStaticText", "description": null, "role_description": "text", "value": " ", "position": "830.00;11389.00", "size": "49;16", "children": []}]}, {"name": null, "role": "AXRow", "description": null, "role_description": "outline row", "value": null, "position": "200.00;11406.00", "size": "695;17", "children": [{"name": null, "role": "AXStaticText", "description": null, "role_description": "text", "value": "Load Resource", "position": "218.00;11406.00", "size": "221;16", "children": []}, {"name": null, "role": "AXStaticText", "description": null, "role_description": "text", "value": "", "position": "440.00;11406.00", "size": "129;16", "children": []}, {"name": null, "role": "AXStaticText", "description": null, "role_description": "text", "value": "", "position": "570.00;11406.00", "size": "129;16", "children": []}, {"name": null, "role": "AXStaticText", "description": null, "role_description": "text", "value": "Papyrus Category", "position": "700.00;11406.00", "size": "129;16", "children": []}, {"name": null, "role": "AXStaticText", "description": null, "role_description": "text", "value": " ", "position": "830.00;11406.00", "size": "49;16", "children": []}]}, {"name": null, "role": "AXRow", "description": null, "role_description": "outline row", "value": null, "position": "200.00;11423.00", "size": "695;17", "children": [{"name": null, "role": "AXStaticText", "description": null, "role_description": "text", "value": "Load Resource", "position": "218.00;11423.00", "size": "221;16", "children": []}, {"name": null, "role": "AXStaticText", "description": null, "role_description": "text", "value": "", "position": "440.00;11423.00", "size": "129;16", "children": []}, {"name": null, "role": "AXStaticText", "description": null, "role_description": "text", "value": "", "position": "570.00;11423.00", "size": "129;16", "children": []}, {"name": null, "role": "AXStaticText", "description": null, "role_description": "text", "value": "PapyrusUMLComponentDiagram Editor Commands", "position": "700.00;11423.00", "size": "129;16", "children": []}, {"name": null, "role": "AXStaticText", "description": null, "role_description": "text", "value": " ", "position": "830.00;11423.00", "size": "49;16", "children": []}]}, {"name": null, "role": "AXRow", "description": null, "role_description": "outline row", "value": null, "position": "200.00;11440.00", "size": "695;17", "children": [{"name": null, "role": "AXStaticText", "description": null, "role_description": "text", "value": "Load Resource", "position": "218.00;11440.00", "size": "221;16", "children": []}, {"name": null, "role": "AXStaticText", "description": null, "role_description": "text", "value": "", "position": "440.00;11440.00", "size": "129;16", "children": []}, {"name": null, "role": "AXStaticText", "description": null, "role_description": "text", "value": "", "position": "570.00;11440.00", "size": "129;16", "children": []}, {"name": null, "role": "AXStaticText", "description": null, "role_description": "text", "value": "PapyrusUMLDeploymentDiagram Editor Commands", "position": "700.00;11440.00", "size": "129;16", "children": []}, {"name": null, "role": "AXStaticText", "description": null, "role_description": "text", "value": " ", "position": "830.00;11440.00", "size": "49;16", "children": []}]}, {"name": null, "role": "AXRow", "description": null, "role_description": "outline row", "value": null, "position": "200.00;11457.00", "size": "695;17", "children": [{"name": null, "role": "AXStaticText", "description": null, "role_description": "text", "value": "Load Resource", "position": "218.00;11457.00", "size": "221;16", "children": []}, {"name": null, "role": "AXStaticText", "description": null, "role_description": "text", "value": "", "position": "440.00;11457.00", "size": "129;16", "children": []}, {"name": null, "role": "AXStaticText", "description": null, "role_description": "text", "value": "", "position": "570.00;11457.00", "size": "129;16", "children": []}, {"name": null, "role": "AXStaticText", "description": null, "role_description": "text", "value": "PapyrusUMLProfilDiagram Editor Commands", "position": "700.00;11457.00", "size": "129;16", "children": []}, {"name": null, "role": "AXStaticText", "description": null, "role_description": "text", "value": " ", "position": "830.00;11457.00", "size": "49;16", "children": []}]}, {"name": null, "role": "AXRow", "description": null, "role_description": "outline row", "value": null, "position": "200.00;11474.00", "size": "695;17", "children": [{"name": null, "role": "AXStaticText", "description": null, "role_description": "text", "value": "Load Resource", "position": "218.00;11474.00", "size": "221;16", "children": []}, {"name": null, "role": "AXStaticText", "description": null, "role_description": "text", "value": "", "position": "440.00;11474.00", "size": "129;16", "children": []}, {"name": null, "role": "AXStaticText", "description": null, "role_description": "text", "value": "", "position": "570.00;11474.00", "size": "129;16", "children": []}, {"name": null, "role": "AXStaticText", "description": null, "role_description": "text", "value": "PapyrusUMLStateMachineDiagram Editor Commands", "position": "700.00;11474.00", "size": "129;16", "children": []}, {"name": null, "role": "AXStaticText", "description": null, "role_description": "text", "value": " ", "position": "830.00;11474.00", "size": "49;16", "children": []}]}, {"name": null, "role": "AXRow", "description": null, "role_description": "outline row", "value": null, "position": "200.00;11491.00", "size": "695;17", "children": [{"name": null, "role": "AXStaticText", "description": null, "role_description": "text", "value": "Load Resource", "position": "218.00;11491.00", "size": "221;16", "children": []}, {"name": null, "role": "AXStaticText", "description": null, "role_description": "text", "value": "", "position": "440.00;11491.00", "size": "129;16", "children": []}, {"name": null, "role": "AXStaticText", "description": null, "role_description": "text", "value": "", "position": "570.00;11491.00", "size": "129;16", "children": []}, {"name": null, "role": "AXStaticText", "description": null, "role_description": "text", "value": "UML Editor Commands", "position": "700.00;11491.00", "size": "129;16", "children": []}, {"name": null, "role": "AXStaticText", "description": null, "role_description": "text", "value": " ", "position": "830.00;11491.00", "size": "49;16", "children": []}]}, {"name": null, "role": "AXRow", "description": null, "role_description": "outline row", "value": null, "position": "200.00;11508.00", "size": "695;17", "children": [{"name": null, "role": "AXStaticText", "description": null, "role_description": "text", "value": "Load Resource", "position": "218.00;11508.00", "size": "221;16", "children": []}, {"name": null, "role": "AXStaticText", "description": null, "role_description": "text", "value": "", "position": "440.00;11508.00", "size": "129;16", "children": []}, {"name": null, "role": "AXStaticText", "description": null, "role_description": "text", "value": "", "position": "570.00;11508.00", "size": "129;16", "children": []}, {"name": null, "role": "AXStaticText", "description": null, "role_description": "text", "value": "UML Editor Commands", "position": "700.00;11508.00", "size": "129;16", "children": []}, {"name": null, "role": "AXStaticText", "description": null, "role_description": "text", "value": " ", "position": "830.00;11508.00", "size": "49;16", "children": []}]}, {"name": null, "role": "AXRow", "description": null, "role_description": "outline row", "value": null, "position": "200.00;11525.00", "size": "695;17", "children": [{"name": null, "role": "AXStaticText", "description": null, "role_description": "text", "value": "Load Resource", "position": "218.00;11525.00", "size": "221;16", "children": []}, {"name": null, "role": "AXStaticText", "description": null, "role_description": "text", "value": "", "position": "440.00;11525.00", "size": "129;16", "children": []}, {"name": null, "role": "AXStaticText", "description": null, "role_description": "text", "value": "", "position": "570.00;11525.00", "size": "129;16", "children": []}, {"name": null, "role": "AXStaticText", "description": null, "role_description": "text", "value": "UML Editor Commands", "position": "700.00;11525.00", "size": "129;16", "children": []}, {"name": null, "role": "AXStaticText", "description": null, "role_description": "text", "value": " ", "position": "830.00;11525.00", "size": "49;16", "children": []}]}, {"name": null, "role": "AXRow", "description": null, "role_description": "outline row", "value": null, "position": "200.00;11542.00", "size": "695;17", "children": [{"name": null, "role": "AXStaticText", "description": null, "role_description": "text", "value": "Load Resource", "position": "218.00;11542.00", "size": "221;16", "children": []}, {"name": null, "role": "AXStaticText", "description": null, "role_description": "text", "value": "", "position": "440.00;11542.00", "size": "129;16", "children": []}, {"name": null, "role": "AXStaticText", "description": null, "role_description": "text", "value": "", "position": "570.00;11542.00", "size": "129;16", "children": []}, {"name": null, "role": "AXStaticText", "description": null, "role_description": "text", "value": "UseCase Editor Commands", "position": "700.00;11542.00", "size": "129;16", "children": []}, {"name": null, "role": "AXStaticText", "description": null, "role_description": "text", "value": " ", "position": "830.00;11542.00", "size": "49;16", "children": []}]}, {"name": null, "role": "AXRow", "description": null, "role_description": "outline row", "value": null, "position": "200.00;11559.00", "size": "695;17", "children": [{"name": null, "role": "AXStaticText", "description": null, "role_description": "text", "value": "Make Landmark", "position": "218.00;11559.00", "size": "221;16", "children": []}, {"name": null, "role": "AXStaticText", "description": null, "role_description": "text", "value": "⌥⇧⌘↑", "position": "440.00;11559.00", "size": "129;16", "children": []}, {"name": null, "role": "AXStaticText", "description": null, "role_description": "text", "value": "In Windows", "position": "570.00;11559.00", "size": "129;16", "children": []}, {"name": null, "role": "AXStaticText", "description": null, "role_description": "text", "value": "Focused UI", "position": "700.00;11559.00", "size": "129;16", "children": []}, {"name": null, "role": "AXStaticText", "description": null, "role_description": "text", "value": " ", "position": "830.00;11559.00", "size": "49;16", "children": []}]}, {"name": null, "role": "AXRow", "description": null, "role_description": "outline row", "value": null, "position": "200.00;11576.00", "size": "695;17", "children": [{"name": null, "role": "AXStaticText", "description": null, "role_description": "text", "value": "Make Less Interesting", "position": "218.00;11576.00", "size": "221;16", "children": []}, {"name": null, "role": "AXStaticText", "description": null, "role_description": "text", "value": "⌥⇧⌘↓", "position": "440.00;11576.00", "size": "129;16", "children": []}, {"name": null, "role": "AXStaticText", "description": null, "role_description": "text", "value": "In Windows", "position": "570.00;11576.00", "size": "129;16", "children": []}, {"name": null, "role": "AXStaticText", "description": null, "role_description": "text", "value": "Focused UI", "position": "700.00;11576.00", "size": "129;16", "children": []}, {"name": null, "role": "AXStaticText", "description": null, "role_description": "text", "value": " ", "position": "830.00;11576.00", "size": "49;16", "children": []}]}, {"name": null, "role": "AXRow", "description": null, "role_description": "outline row", "value": null, "position": "200.00;11593.00", "size": "695;17", "children": [{"name": null, "role": "AXStaticText", "description": null, "role_description": "text", "value": "Make Same Height", "position": "218.00;11593.00", "size": "221;16", "children": []}, {"name": null, "role": "AXStaticText", "description": null, "role_description": "text", "value": "", "position": "440.00;11593.00", "size": "129;16", "children": []}, {"name": null, "role": "AXStaticText", "description": null, "role_description": "text", "value": "", "position": "570.00;11593.00", "size": "129;16", "children": []}, {"name": null, "role": "AXStaticText", "description": null, "role_description": "text", "value": "Papyrus Category", "position": "700.00;11593.00", "size": "129;16", "children": []}, {"name": null, "role": "AXStaticText", "description": null, "role_description": "text", "value": " ", "position": "830.00;11593.00", "size": "49;16", "children": []}]}, {"name": null, "role": "AXRow", "description": null, "role_description": "outline row", "value": null, "position": "200.00;11610.00", "size": "695;17", "children": [{"name": null, "role": "AXStaticText", "description": null, "role_description": "text", "value": "Make Same Size Both", "position": "218.00;11610.00", "size": "221;16", "children": []}, {"name": null, "role": "AXStaticText", "description": null, "role_description": "text", "value": "", "position": "440.00;11610.00", "size": "129;16", "children": []}, {"name": null, "role": "AXStaticText", "description": null, "role_description": "text", "value": "", "position": "570.00;11610.00", "size": "129;16", "children": []}, {"name": null, "role": "AXStaticText", "description": null, "role_description": "text", "value": "Papyrus Category", "position": "700.00;11610.00", "size": "129;16", "children": []}, {"name": null, "role": "AXStaticText", "description": null, "role_description": "text", "value": " ", "position": "830.00;11610.00", "size": "49;16", "children": []}]}, {"name": null, "role": "AXRow", "description": null, "role_description": "outline row", "value": null, "position": "200.00;11627.00", "size": "695;17", "children": [{"name": null, "role": "AXStaticText", "description": null, "role_description": "text", "value": "Make Same Width Both", "position": "218.00;11627.00", "size": "221;16", "children": []}, {"name": null, "role": "AXStaticText", "description": null, "role_description": "text", "value": "", "position": "440.00;11627.00", "size": "129;16", "children": []}, {"name": null, "role": "AXStaticText", "description": null, "role_description": "text", "value": "", "position": "570.00;11627.00", "size": "129;16", "children": []}, {"name": null, "role": "AXStaticText", "description": null, "role_description": "text", "value": "Papyrus Category", "position": "700.00;11627.00", "size": "129;16", "children": []}, {"name": null, "role": "AXStaticText", "description": null, "role_description": "text", "value": " ", "position": "830.00;11627.00", "size": "49;16", "children": []}]}, {"name": null, "role": "AXRow", "description": null, "role_description": "outline row", "value": null, "position": "200.00;11644.00", "size": "695;17", "children": [{"name": null, "role": "AXStaticText", "description": null, "role_description": "text", "value": "Make Static", "position": "218.00;11644.00", "size": "221;16", "children": []}, {"name": null, "role": "AXStaticText", "description": null, "role_description": "text", "value": "⌥⌘K", "position": "440.00;11644.00", "size": "129;16", "children": []}, {"name": null, "role": "AXStaticText", "description": null, "role_description": "text", "value": "In Windows", "position": "570.00;11644.00", "size": "129;16", "children": []}, {"name": null, "role": "AXStaticText", "description": null, "role_description": "text", "value": "Refactor - Java", "position": "700.00;11644.00", "size": "129;16", "children": []}, {"name": null, "role": "AXStaticText", "description": null, "role_description": "text", "value": " ", "position": "830.00;11644.00", "size": "49;16", "children": []}]}, {"name": null, "role": "AXRow", "description": null, "role_description": "outline row", "value": null, "position": "200.00;11661.00", "size": "695;17", "children": [{"name": null, "role": "AXStaticText", "description": null, "role_description": "text", "value": "Manage Displayed Labels Command", "position": "218.00;11661.00", "size": "221;16", "children": []}, {"name": null, "role": "AXStaticText", "description": null, "role_description": "text", "value": "", "position": "440.00;11661.00", "size": "129;16", "children": []}, {"name": null, "role": "AXStaticText", "description": null, "role_description": "text", "value": "", "position": "570.00;11661.00", "size": "129;16", "children": []}, {"name": null, "role": "AXStaticText", "description": null, "role_description": "text", "value": "Papyrus Category", "position": "700.00;11661.00", "size": "129;16", "children": []}, {"name": null, "role": "AXStaticText", "description": null, "role_description": "text", "value": " ", "position": "830.00;11661.00", "size": "49;16", "children": []}]}, {"name": null, "role": "AXRow", "description": null, "role_description": "outline row", "value": null, "position": "200.00;11678.00", "size": "695;17", "children": [{"name": null, "role": "AXStaticText", "description": null, "role_description": "text", "value": "Manage Provided Interfaces", "position": "218.00;11678.00", "size": "221;16", "children": []}, {"name": null, "role": "AXStaticText", "description": null, "role_description": "text", "value": "", "position": "440.00;11678.00", "size": "129;16", "children": []}, {"name": null, "role": "AXStaticText", "description": null, "role_description": "text", "value": "", "position": "570.00;11678.00", "size": "129;16", "children": []}, {"name": null, "role": "AXStaticText", "description": null, "role_description": "text", "value": "Papyrus Category", "position": "700.00;11678.00", "size": "129;16", "children": []}, {"name": null, "role": "AXStaticText", "description": null, "role_description": "text", "value": " ", "position": "830.00;11678.00", "size": "49;16", "children": []}]}, {"name": null, "role": "AXRow", "description": null, "role_description": "outline row", "value": null, "position": "200.00;11695.00", "size": "695;17", "children": [{"name": null, "role": "AXStaticText", "description": null, "role_description": "text", "value": "Manage Provided Interfaces", "position": "218.00;11695.00", "size": "221;16", "children": []}, {"name": null, "role": "AXStaticText", "description": null, "role_description": "text", "value": "", "position": "440.00;11695.00", "size": "129;16", "children": []}, {"name": null, "role": "AXStaticText", "description": null, "role_description": "text", "value": "", "position": "570.00;11695.00", "size": "129;16", "children": []}, {"name": null, "role": "AXStaticText", "description": null, "role_description": "text", "value": "Papyrus Category", "position": "700.00;11695.00", "size": "129;16", "children": []}, {"name": null, "role": "AXStaticText", "description": null, "role_description": "text", "value": " ", "position": "830.00;11695.00", "size": "49;16", "children": []}]}, {"name": null, "role": "AXRow", "description": null, "role_description": "outline row", "value": null, "position": "200.00;11712.00", "size": "695;17", "children": [{"name": null, "role": "AXStaticText", "description": null, "role_description": "text", "value": "Mark Duplicate Model Attributes...", "position": "218.00;11712.00", "size": "221;16", "children": []}, {"name": null, "role": "AXStaticText", "description": null, "role_description": "text", "value": "", "position": "440.00;11712.00", "size": "129;16", "children": []}, {"name": null, "role": "AXStaticText", "description": null, "role_description": "text", "value": "", "position": "570.00;11712.00", "size": "129;16", "children": []}, {"name": null, "role": "AXStaticText", "description": null, "role_description": "text", "value": "Application Category", "position": "700.00;11712.00", "size": "129;16", "children": []}, {"name": null, "role": "AXStaticText", "description": null, "role_description": "text", "value": " ", "position": "830.00;11712.00", "size": "49;16", "children": []}]}, {"name": null, "role": "AXRow", "description": null, "role_description": "outline row", "value": null, "position": "200.00;11729.00", "size": "695;17", "children": [{"name": null, "role": "AXStaticText", "description": null, "role_description": "text", "value": "Mark Duplicate Model Element IDs", "position": "218.00;11729.00", "size": "221;16", "children": []}, {"name": null, "role": "AXStaticText", "description": null, "role_description": "text", "value": "", "position": "440.00;11729.00", "size": "129;16", "children": []}, {"name": null, "role": "AXStaticText", "description": null, "role_description": "text", "value": "", "position": "570.00;11729.00", "size": "129;16", "children": []}, {"name": null, "role": "AXStaticText", "description": null, "role_description": "text", "value": "Application Category", "position": "700.00;11729.00", "size": "129;16", "children": []}, {"name": null, "role": "AXStaticText", "description": null, "role_description": "text", "value": " ", "position": "830.00;11729.00", "size": "49;16", "children": []}]}, {"name": null, "role": "AXRow", "description": null, "role_description": "outline row", "value": null, "position": "200.00;11746.00", "size": "695;17", "children": [{"name": null, "role": "AXStaticText", "description": null, "role_description": "text", "value": "Mark Duplicate Model Labels", "position": "218.00;11746.00", "size": "221;16", "children": []}, {"name": null, "role": "AXStaticText", "description": null, "role_description": "text", "value": "", "position": "440.00;11746.00", "size": "129;16", "children": []}, {"name": null, "role": "AXStaticText", "description": null, "role_description": "text", "value": "", "position": "570.00;11746.00", "size": "129;16", "children": []}, {"name": null, "role": "AXStaticText", "description": null, "role_description": "text", "value": "Application Category", "position": "700.00;11746.00", "size": "129;16", "children": []}, {"name": null, "role": "AXStaticText", "description": null, "role_description": "text", "value": " ", "position": "830.00;11746.00", "size": "49;16", "children": []}]}, {"name": null, "role": "AXRow", "description": null, "role_description": "outline row", "value": null, "position": "200.00;11763.00", "size": "695;17", "children": [{"name": null, "role": "AXStaticText", "description": null, "role_description": "text", "value": "Maximize Active View or Editor", "position": "218.00;11763.00", "size": "221;16", "children": []}, {"name": null, "role": "AXStaticText", "description": null, "role_description": "text", "value": "⌃M", "position": "440.00;11763.00", "size": "129;16", "children": []}, {"name": null, "role": "AXStaticText", "description": null, "role_description": "text", "value": "In Windows", "position": "570.00;11763.00", "size": "129;16", "children": []}, {"name": null, "role": "AXStaticText", "description": null, "role_description": "text", "value": "Window", "position": "700.00;11763.00", "size": "129;16", "children": []}, {"name": null, "role": "AXStaticText", "description": null, "role_description": "text", "value": " ", "position": "830.00;11763.00", "size": "49;16", "children": []}]}, {"name": null, "role": "AXRow", "description": null, "role_description": "outline row", "value": null, "position": "200.00;11780.00", "size": "695;17", "children": [{"name": null, "role": "AXStaticText", "description": null, "role_description": "text", "value": "Merge", "position": "218.00;11780.00", "size": "221;16", "children": []}, {"name": null, "role": "AXStaticText", "description": null, "role_description": "text", "value": "", "position": "440.00;11780.00", "size": "129;16", "children": []}, {"name": null, "role": "AXStaticText", "description": null, "role_description": "text", "value": "", "position": "570.00;11780.00", "size": "129;16", "children": []}, {"name": null, "role": "AXStaticText", "description": null, "role_description": "text", "value": "Git", "position": "700.00;11780.00", "size": "129;16", "children": []}, {"name": null, "role": "AXStaticText", "description": null, "role_description": "text", "value": " ", "position": "830.00;11780.00", "size": "49;16", "children": []}]}, {"name": null, "role": "AXRow", "description": null, "role_description": "outline row", "value": null, "position": "200.00;11797.00", "size": "695;17", "children": [{"name": null, "role": "AXStaticText", "description": null, "role_description": "text", "value": "Merge Tool", "position": "218.00;11797.00", "size": "221;16", "children": []}, {"name": null, "role": "AXStaticText", "description": null, "role_description": "text", "value": "", "position": "440.00;11797.00", "size": "129;16", "children": []}, {"name": null, "role": "AXStaticText", "description": null, "role_description": "text", "value": "", "position": "570.00;11797.00", "size": "129;16", "children": []}, {"name": null, "role": "AXStaticText", "description": null, "role_description": "text", "value": "Git", "position": "700.00;11797.00", "size": "129;16", "children": []}, {"name": null, "role": "AXStaticText", "description": null, "role_description": "text", "value": " ", "position": "830.00;11797.00", "size": "49;16", "children": []}]}, {"name": null, "role": "AXRow", "description": null, "role_description": "outline row", "value": null, "position": "200.00;11814.00", "size": "695;17", "children": [{"name": null, "role": "AXStaticText", "description": null, "role_description": "text", "value": "Migrate JAR File", "position": "218.00;11814.00", "size": "221;16", "children": []}, {"name": null, "role": "AXStaticText", "description": null, "role_description": "text", "value": "", "position": "440.00;11814.00", "size": "129;16", "children": []}, {"name": null, "role": "AXStaticText", "description": null, "role_description": "text", "value": "", "position": "570.00;11814.00", "size": "129;16", "children": []}, {"name": null, "role": "AXStaticText", "description": null, "role_description": "text", "value": "Refactor - Java", "position": "700.00;11814.00", "size": "129;16", "children": []}, {"name": null, "role": "AXStaticText", "description": null, "role_description": "text", "value": " ", "position": "830.00;11814.00", "size": "49;16", "children": []}]}, {"name": null, "role": "AXRow", "description": null, "role_description": "outline row", "value": null, "position": "200.00;11831.00", "size": "695;17", "children": [{"name": null, "role": "AXStaticText", "description": null, "role_description": "text", "value": "Minimize", "position": "218.00;11831.00", "size": "221;16", "children": []}, {"name": null, "role": "AXStaticText", "description": null, "role_description": "text", "value": "", "position": "440.00;11831.00", "size": "129;16", "children": []}, {"name": null, "role": "AXStaticText", "description": null, "role_description": "text", "value": "", "position": "570.00;11831.00", "size": "129;16", "children": []}, {"name": null, "role": "AXStaticText", "description": null, "role_description": "text", "value": "Window", "position": "700.00;11831.00", "size": "129;16", "children": []}, {"name": null, "role": "AXStaticText", "description": null, "role_description": "text", "value": " ", "position": "830.00;11831.00", "size": "49;16", "children": []}]}, {"name": null, "role": "AXRow", "description": null, "role_description": "outline row", "value": null, "position": "200.00;11848.00", "size": "695;17", "children": [{"name": null, "role": "AXStaticText", "description": null, "role_description": "text", "value": "Minimize Active View or Editor", "position": "218.00;11848.00", "size": "221;16", "children": []}, {"name": null, "role": "AXStaticText", "description": null, "role_description": "text", "value": "", "position": "440.00;11848.00", "size": "129;16", "children": []}, {"name": null, "role": "AXStaticText", "description": null, "role_description": "text", "value": "", "position": "570.00;11848.00", "size": "129;16", "children": []}, {"name": null, "role": "AXStaticText", "description": null, "role_description": "text", "value": "Window", "position": "700.00;11848.00", "size": "129;16", "children": []}, {"name": null, "role": "AXStaticText", "description": null, "role_description": "text", "value": " ", "position": "830.00;11848.00", "size": "49;16", "children": []}]}, {"name": null, "role": "AXRow", "description": null, "role_description": "outline row", "value": null, "position": "200.00;11865.00", "size": "695;17", "children": [{"name": null, "role": "AXStaticText", "description": null, "role_description": "text", "value": "Modify the Font Command", "position": "218.00;11865.00", "size": "221;16", "children": []}, {"name": null, "role": "AXStaticText", "description": null, "role_description": "text", "value": "", "position": "440.00;11865.00", "size": "129;16", "children": []}, {"name": null, "role": "AXStaticText", "description": null, "role_description": "text", "value": "", "position": "570.00;11865.00", "size": "129;16", "children": []}, {"name": null, "role": "AXStaticText", "description": null, "role_description": "text", "value": "Papyrus Category", "position": "700.00;11865.00", "size": "129;16", "children": []}, {"name": null, "role": "AXStaticText", "description": null, "role_description": "text", "value": " ", "position": "830.00;11865.00", "size": "49;16", "children": []}]}, {"name": null, "role": "AXRow", "description": null, "role_description": "outline row", "value": null, "position": "200.00;11882.00", "size": "695;17", "children": [{"name": null, "role": "AXStaticText", "description": null, "role_description": "text", "value": "Move...", "position": "218.00;11882.00", "size": "221;16", "children": []}, {"name": null, "role": "AXStaticText", "description": null, "role_description": "text", "value": "", "position": "440.00;11882.00", "size": "129;16", "children": []}, {"name": null, "role": "AXStaticText", "description": null, "role_description": "text", "value": "", "position": "570.00;11882.00", "size": "129;16", "children": []}, {"name": null, "role": "AXStaticText", "description": null, "role_description": "text", "value": "File", "position": "700.00;11882.00", "size": "129;16", "children": []}, {"name": null, "role": "AXStaticText", "description": null, "role_description": "text", "value": " ", "position": "830.00;11882.00", "size": "49;16", "children": []}]}, {"name": null, "role": "AXRow", "description": null, "role_description": "outline row", "value": null, "position": "200.00;11899.00", "size": "695;17", "children": [{"name": null, "role": "AXStaticText", "description": null, "role_description": "text", "value": "Move file", "position": "218.00;11899.00", "size": "221;16", "children": []}, {"name": null, "role": "AXStaticText", "description": null, "role_description": "text", "value": "", "position": "440.00;11899.00", "size": "129;16", "children": []}, {"name": null, "role": "AXStaticText", "description": null, "role_description": "text", "value": "", "position": "570.00;11899.00", "size": "129;16", "children": []}, {"name": null, "role": "AXStaticText", "description": null, "role_description": "text", "value": "File", "position": "700.00;11899.00", "size": "129;16", "children": []}, {"name": null, "role": "AXStaticText", "description": null, "role_description": "text", "value": " ", "position": "830.00;11899.00", "size": "49;16", "children": []}]}, {"name": null, "role": "AXRow", "description": null, "role_description": "outline row", "value": null, "position": "200.00;11916.00", "size": "695;17", "children": [{"name": null, "role": "AXStaticText", "description": null, "role_description": "text", "value": "Move Lines Down", "position": "218.00;11916.00", "size": "221;16", "children": []}, {"name": null, "role": "AXStaticText", "description": null, "role_description": "text", "value": "⌥↓", "position": "440.00;11916.00", "size": "129;16", "children": []}, {"name": null, "role": "AXStaticText", "description": null, "role_description": "text", "value": "Editing Text", "position": "570.00;11916.00", "size": "129;16", "children": []}, {"name": null, "role": "AXStaticText", "description": null, "role_description": "text", "value": "Text Editing", "position": "700.00;11916.00", "size": "129;16", "children": []}, {"name": null, "role": "AXStaticText", "description": null, "role_description": "text", "value": " ", "position": "830.00;11916.00", "size": "49;16", "children": []}]}, {"name": null, "role": "AXRow", "description": null, "role_description": "outline row", "value": null, "position": "200.00;11933.00", "size": "695;17", "children": [{"name": null, "role": "AXStaticText", "description": null, "role_description": "text", "value": "Move Lines Down", "position": "218.00;11933.00", "size": "221;16", "children": []}, {"name": null, "role": "AXStaticText", "description": null, "role_description": "text", "value": "⌥↓", "position": "440.00;11933.00", "size": "129;16", "children": []}, {"name": null, "role": "AXStaticText", "description": null, "role_description": "text", "value": "Embedded Xtext Editor context", "position": "570.00;11933.00", "size": "129;16", "children": []}, {"name": null, "role": "AXStaticText", "description": null, "role_description": "text", "value": "Text Editing", "position": "700.00;11933.00", "size": "129;16", "children": []}, {"name": null, "role": "AXStaticText", "description": null, "role_description": "text", "value": " ", "position": "830.00;11933.00", "size": "49;16", "children": []}]}, {"name": null, "role": "AXRow", "description": null, "role_description": "outline row", "value": null, "position": "200.00;11950.00", "size": "695;17", "children": [{"name": null, "role": "AXStaticText", "description": null, "role_description": "text", "value": "Move Lines Up", "position": "218.00;11950.00", "size": "221;16", "children": []}, {"name": null, "role": "AXStaticText", "description": null, "role_description": "text", "value": "⌥↑", "position": "440.00;11950.00", "size": "129;16", "children": []}, {"name": null, "role": "AXStaticText", "description": null, "role_description": "text", "value": "Editing Text", "position": "570.00;11950.00", "size": "129;16", "children": []}, {"name": null, "role": "AXStaticText", "description": null, "role_description": "text", "value": "Text Editing", "position": "700.00;11950.00", "size": "129;16", "children": []}, {"name": null, "role": "AXStaticText", "description": null, "role_description": "text", "value": " ", "position": "830.00;11950.00", "size": "49;16", "children": []}]}, {"name": null, "role": "AXRow", "description": null, "role_description": "outline row", "value": null, "position": "200.00;11967.00", "size": "695;17", "children": [{"name": null, "role": "AXStaticText", "description": null, "role_description": "text", "value": "Move Lines Up", "position": "218.00;11967.00", "size": "221;16", "children": []}, {"name": null, "role": "AXStaticText", "description": null, "role_description": "text", "value": "⌥↑", "position": "440.00;11967.00", "size": "129;16", "children": []}, {"name": null, "role": "AXStaticText", "description": null, "role_description": "text", "value": "Embedded Xtext Editor context", "position": "570.00;11967.00", "size": "129;16", "children": []}, {"name": null, "role": "AXStaticText", "description": null, "role_description": "text", "value": "Text Editing", "position": "700.00;11967.00", "size": "129;16", "children": []}, {"name": null, "role": "AXStaticText", "description": null, "role_description": "text", "value": " ", "position": "830.00;11967.00", "size": "49;16", "children": []}]}, {"name": null, "role": "AXRow", "description": null, "role_description": "outline row", "value": null, "position": "200.00;11984.00", "size": "695;17", "children": [{"name": null, "role": "AXStaticText", "description": null, "role_description": "text", "value": "Move - Refactoring ", "position": "218.00;11984.00", "size": "221;16", "children": []}, {"name": null, "role": "AXStaticText", "description": null, "role_description": "text", "value": "⌥⌘V", "position": "440.00;11984.00", "size": "129;16", "children": []}, {"name": null, "role": "AXStaticText", "description": null, "role_description": "text", "value": "In Windows", "position": "570.00;11984.00", "size": "129;16", "children": []}, {"name": null, "role": "AXStaticText", "description": null, "role_description": "text", "value": "Refactor - Java", "position": "700.00;11984.00", "size": "129;16", "children": []}, {"name": null, "role": "AXStaticText", "description": null, "role_description": "text", "value": " ", "position": "830.00;11984.00", "size": "49;16", "children": []}]}, {"name": null, "role": "AXRow", "description": null, "role_description": "outline row", "value": null, "position": "200.00;12001.00", "size": "695;17", "children": [{"name": null, "role": "AXStaticText", "description": null, "role_description": "text", "value": "Move Resources", "position": "218.00;12001.00", "size": "221;16", "children": []}, {"name": null, "role": "AXStaticText", "description": null, "role_description": "text", "value": "", "position": "440.00;12001.00", "size": "129;16", "children": []}, {"name": null, "role": "AXStaticText", "description": null, "role_description": "text", "value": "", "position": "570.00;12001.00", "size": "129;16", "children": []}, {"name": null, "role": "AXStaticText", "description": null, "role_description": "text", "value": "Refactoring", "position": "700.00;12001.00", "size": "129;16", "children": []}, {"name": null, "role": "AXStaticText", "description": null, "role_description": "text", "value": " ", "position": "830.00;12001.00", "size": "49;16", "children": []}]}, {"name": null, "role": "AXRow", "description": null, "role_description": "outline row", "value": null, "position": "200.00;12018.00", "size": "695;17", "children": [{"name": null, "role": "AXStaticText", "description": null, "role_description": "text", "value": "Move Type to New File", "position": "218.00;12018.00", "size": "221;16", "children": []}, {"name": null, "role": "AXStaticText", "description": null, "role_description": "text", "value": "", "position": "440.00;12018.00", "size": "129;16", "children": []}, {"name": null, "role": "AXStaticText", "description": null, "role_description": "text", "value": "", "position": "570.00;12018.00", "size": "129;16", "children": []}, {"name": null, "role": "AXStaticText", "description": null, "role_description": "text", "value": "Refactor - Java", "position": "700.00;12018.00", "size": "129;16", "children": []}, {"name": null, "role": "AXStaticText", "description": null, "role_description": "text", "value": " ", "position": "830.00;12018.00", "size": "49;16", "children": []}]}, {"name": null, "role": "AXRow", "description": null, "role_description": "outline row", "value": null, "position": "200.00;12035.00", "size": "695;17", "children": [{"name": null, "role": "AXStaticText", "description": null, "role_description": "text", "value": "Multi caret down", "position": "218.00;12035.00", "size": "221;16", "children": []}, {"name": null, "role": "AXStaticText", "description": null, "role_description": "text", "value": "", "position": "440.00;12035.00", "size": "129;16", "children": []}, {"name": null, "role": "AXStaticText", "description": null, "role_description": "text", "value": "", "position": "570.00;12035.00", "size": "129;16", "children": []}, {"name": null, "role": "AXStaticText", "description": null, "role_description": "text", "value": "Text Editing", "position": "700.00;12035.00", "size": "129;16", "children": []}, {"name": null, "role": "AXStaticText", "description": null, "role_description": "text", "value": " ", "position": "830.00;12035.00", "size": "49;16", "children": []}]}, {"name": null, "role": "AXRow", "description": null, "role_description": "outline row", "value": null, "position": "200.00;12052.00", "size": "695;17", "children": [{"name": null, "role": "AXStaticText", "description": null, "role_description": "text", "value": "Multi caret up", "position": "218.00;12052.00", "size": "221;16", "children": []}, {"name": null, "role": "AXStaticText", "description": null, "role_description": "text", "value": "", "position": "440.00;12052.00", "size": "129;16", "children": []}, {"name": null, "role": "AXStaticText", "description": null, "role_description": "text", "value": "", "position": "570.00;12052.00", "size": "129;16", "children": []}, {"name": null, "role": "AXStaticText", "description": null, "role_description": "text", "value": "Text Editing", "position": "700.00;12052.00", "size": "129;16", "children": []}, {"name": null, "role": "AXStaticText", "description": null, "role_description": "text", "value": " ", "position": "830.00;12052.00", "size": "49;16", "children": []}]}, {"name": null, "role": "AXRow", "description": null, "role_description": "outline row", "value": null, "position": "200.00;12069.00", "size": "695;17", "children": [{"name": null, "role": "AXStaticText", "description": null, "role_description": "text", "value": "Multi selection down relative to anchor selection  ", "position": "218.00;12069.00", "size": "221;16", "children": []}, {"name": null, "role": "AXStaticText", "description": null, "role_description": "text", "value": "", "position": "440.00;12069.00", "size": "129;16", "children": []}, {"name": null, "role": "AXStaticText", "description": null, "role_description": "text", "value": "", "position": "570.00;12069.00", "size": "129;16", "children": []}, {"name": null, "role": "AXStaticText", "description": null, "role_description": "text", "value": "Text Editing", "position": "700.00;12069.00", "size": "129;16", "children": []}, {"name": null, "role": "AXStaticText", "description": null, "role_description": "text", "value": " ", "position": "830.00;12069.00", "size": "49;16", "children": []}]}, {"name": null, "role": "AXRow", "description": null, "role_description": "outline row", "value": null, "position": "200.00;12086.00", "size": "695;17", "children": [{"name": null, "role": "AXStaticText", "description": null, "role_description": "text", "value": "Multi selection up relative to anchor selection", "position": "218.00;12086.00", "size": "221;16", "children": []}, {"name": null, "role": "AXStaticText", "description": null, "role_description": "text", "value": "", "position": "440.00;12086.00", "size": "129;16", "children": []}, {"name": null, "role": "AXStaticText", "description": null, "role_description": "text", "value": "", "position": "570.00;12086.00", "size": "129;16", "children": []}, {"name": null, "role": "AXStaticText", "description": null, "role_description": "text", "value": "Text Editing", "position": "700.00;12086.00", "size": "129;16", "children": []}, {"name": null, "role": "AXStaticText", "description": null, "role_description": "text", "value": " ", "position": "830.00;12086.00", "size": "49;16", "children": []}]}, {"name": null, "role": "AXRow", "description": null, "role_description": "outline row", "value": null, "position": "200.00;12103.00", "size": "695;17", "children": [{"name": null, "role": "AXStaticText", "description": null, "role_description": "text", "value": "New", "position": "218.00;12103.00", "size": "221;16", "children": []}, {"name": null, "role": "AXStaticText", "description": null, "role_description": "text", "value": "⌘N", "position": "440.00;12103.00", "size": "129;16", "children": []}, {"name": null, "role": "AXStaticText", "description": null, "role_description": "text", "value": "In Windows", "position": "570.00;12103.00", "size": "129;16", "children": []}, {"name": null, "role": "AXStaticText", "description": null, "role_description": "text", "value": "File", "position": "700.00;12103.00", "size": "129;16", "children": []}, {"name": null, "role": "AXStaticText", "description": null, "role_description": "text", "value": " ", "position": "830.00;12103.00", "size": "49;16", "children": []}]}, {"name": null, "role": "AXRow", "description": null, "role_description": "outline row", "value": null, "position": "200.00;12120.00", "size": "695;17", "children": [{"name": null, "role": "AXStaticText", "description": null, "role_description": "text", "value": "New (Annotation)", "position": "218.00;12120.00", "size": "221;16", "children": []}, {"name": null, "role": "AXStaticText", "description": null, "role_description": "text", "value": "", "position": "440.00;12120.00", "size": "129;16", "children": []}, {"name": null, "role": "AXStaticText", "description": null, "role_description": "text", "value": "", "position": "570.00;12120.00", "size": "129;16", "children": []}, {"name": null, "role": "AXStaticText", "description": null, "role_description": "text", "value": "File", "position": "700.00;12120.00", "size": "129;16", "children": []}, {"name": null, "role": "AXStaticText", "description": null, "role_description": "text", "value": " ", "position": "830.00;12120.00", "size": "49;16", "children": []}]}, {"name": null, "role": "AXRow", "description": null, "role_description": "outline row", "value": null, "position": "200.00;12137.00", "size": "695;17", "children": [{"name": null, "role": "AXStaticText", "description": null, "role_description": "text", "value": "New (Architecture Model)", "position": "218.00;12137.00", "size": "221;16", "children": []}, {"name": null, "role": "AXStaticText", "description": null, "role_description": "text", "value": "", "position": "440.00;12137.00", "size": "129;16", "children": []}, {"name": null, "role": "AXStaticText", "description": null, "role_description": "text", "value": "", "position": "570.00;12137.00", "size": "129;16", "children": []}, {"name": null, "role": "AXStaticText", "description": null, "role_description": "text", "value": "File", "position": "700.00;12137.00", "size": "129;16", "children": []}, {"name": null, "role": "AXStaticText", "description": null, "role_description": "text", "value": " ", "position": "830.00;12137.00", "size": "49;16", "children": []}]}, {"name": null, "role": "AXRow", "description": null, "role_description": "outline row", "value": null, "position": "200.00;12154.00", "size": "695;17", "children": [{"name": null, "role": "AXStaticText", "description": null, "role_description": "text", "value": "New (Capabilities Example)", "position": "218.00;12154.00", "size": "221;16", "children": []}, {"name": null, "role": "AXStaticText", "description": null, "role_description": "text", "value": "", "position": "440.00;12154.00", "size": "129;16", "children": []}, {"name": null, "role": "AXStaticText", "description": null, "role_description": "text", "value": "", "position": "570.00;12154.00", "size": "129;16", "children": []}, {"name": null, "role": "AXStaticText", "description": null, "role_description": "text", "value": "File", "position": "700.00;12154.00", "size": "129;16", "children": []}, {"name": null, "role": "AXStaticText", "description": null, "role_description": "text", "value": " ", "position": "830.00;12154.00", "size": "49;16", "children": []}]}, {"name": null, "role": "AXRow", "description": null, "role_description": "outline row", "value": null, "position": "200.00;12171.00", "size": "695;17", "children": [{"name": null, "role": "AXStaticText", "description": null, "role_description": "text", "value": "New (Category Definition)", "position": "218.00;12171.00", "size": "221;16", "children": []}, {"name": null, "role": "AXStaticText", "description": null, "role_description": "text", "value": "", "position": "440.00;12171.00", "size": "129;16", "children": []}, {"name": null, "role": "AXStaticText", "description": null, "role_description": "text", "value": "", "position": "570.00;12171.00", "size": "129;16", "children": []}, {"name": null, "role": "AXStaticText", "description": null, "role_description": "text", "value": "File", "position": "700.00;12171.00", "size": "129;16", "children": []}, {"name": null, "role": "AXStaticText", "description": null, "role_description": "text", "value": " ", "position": "830.00;12171.00", "size": "49;16", "children": []}]}, {"name": null, "role": "AXRow", "description": null, "role_description": "outline row", "value": null, "position": "200.00;12188.00", "size": "695;17", "children": [{"name": null, "role": "AXStaticText", "description": null, "role_description": "text", "value": "New (Cheat Sheet)", "position": "218.00;12188.00", "size": "221;16", "children": []}, {"name": null, "role": "AXStaticText", "description": null, "role_description": "text", "value": "", "position": "440.00;12188.00", "size": "129;16", "children": []}, {"name": null, "role": "AXStaticText", "description": null, "role_description": "text", "value": "", "position": "570.00;12188.00", "size": "129;16", "children": []}, {"name": null, "role": "AXStaticText", "description": null, "role_description": "text", "value": "File", "position": "700.00;12188.00", "size": "129;16", "children": []}, {"name": null, "role": "AXStaticText", "description": null, "role_description": "text", "value": " ", "position": "830.00;12188.00", "size": "49;16", "children": []}]}, {"name": null, "role": "AXRow", "description": null, "role_description": "outline row", "value": null, "position": "200.00;12205.00", "size": "695;17", "children": [{"name": null, "role": "AXStaticText", "description": null, "role_description": "text", "value": "New (Class)", "position": "218.00;12205.00", "size": "221;16", "children": []}, {"name": null, "role": "AXStaticText", "description": null, "role_description": "text", "value": "", "position": "440.00;12205.00", "size": "129;16", "children": []}, {"name": null, "role": "AXStaticText", "description": null, "role_description": "text", "value": "", "position": "570.00;12205.00", "size": "129;16", "children": []}, {"name": null, "role": "AXStaticText", "description": null, "role_description": "text", "value": "File", "position": "700.00;12205.00", "size": "129;16", "children": []}, {"name": null, "role": "AXStaticText", "description": null, "role_description": "text", "value": " ", "position": "830.00;12205.00", "size": "49;16", "children": []}]}, {"name": null, "role": "AXRow", "description": null, "role_description": "outline row", "value": null, "position": "200.00;12222.00", "size": "695;17", "children": [{"name": null, "role": "AXStaticText", "description": null, "role_description": "text", "value": "New (Clipboard Support)", "position": "218.00;12222.00", "size": "221;16", "children": []}, {"name": null, "role": "AXStaticText", "description": null, "role_description": "text", "value": "", "position": "440.00;12222.00", "size": "129;16", "children": []}, {"name": null, "role": "AXStaticText", "description": null, "role_description": "text", "value": "", "position": "570.00;12222.00", "size": "129;16", "children": []}, {"name": null, "role": "AXStaticText", "description": null, "role_description": "text", "value": "File", "position": "700.00;12222.00", "size": "129;16", "children": []}, {"name": null, "role": "AXStaticText", "description": null, "role_description": "text", "value": " ", "position": "830.00;12222.00", "size": "49;16", "children": []}]}, {"name": null, "role": "AXRow", "description": null, "role_description": "outline row", "value": null, "position": "200.00;12239.00", "size": "695;17", "children": [{"name": null, "role": "AXStaticText", "description": null, "role_description": "text", "value": "New (Complete OCL File)", "position": "218.00;12239.00", "size": "221;16", "children": []}, {"name": null, "role": "AXStaticText", "description": null, "role_description": "text", "value": "", "position": "440.00;12239.00", "size": "129;16", "children": []}, {"name": null, "role": "AXStaticText", "description": null, "role_description": "text", "value": "", "position": "570.00;12239.00", "size": "129;16", "children": []}, {"name": null, "role": "AXStaticText", "description": null, "role_description": "text", "value": "File", "position": "700.00;12239.00", "size": "129;16", "children": []}, {"name": null, "role": "AXStaticText", "description": null, "role_description": "text", "value": " ", "position": "830.00;12239.00", "size": "49;16", "children": []}]}, {"name": null, "role": "AXRow", "description": null, "role_description": "outline row", "value": null, "position": "200.00;12256.00", "size": "695;17", "children": [{"name": null, "role": "AXStaticText", "description": null, "role_description": "text", "value": "New (Component Definition)", "position": "218.00;12256.00", "size": "221;16", "children": []}, {"name": null, "role": "AXStaticText", "description": null, "role_description": "text", "value": "", "position": "440.00;12256.00", "size": "129;16", "children": []}, {"name": null, "role": "AXStaticText", "description": null, "role_description": "text", "value": "", "position": "570.00;12256.00", "size": "129;16", "children": []}, {"name": null, "role": "AXStaticText", "description": null, "role_description": "text", "value": "File", "position": "700.00;12256.00", "size": "129;16", "children": []}, {"name": null, "role": "AXStaticText", "description": null, "role_description": "text", "value": " ", "position": "830.00;12256.00", "size": "49;16", "children": []}]}, {"name": null, "role": "AXRow", "description": null, "role_description": "outline row", "value": null, "position": "200.00;12273.00", "size": "695;17", "children": [{"name": null, "role": "AXStaticText", "description": null, "role_description": "text", "value": "New (Constraints Model)", "position": "218.00;12273.00", "size": "221;16", "children": []}, {"name": null, "role": "AXStaticText", "description": null, "role_description": "text", "value": "", "position": "440.00;12273.00", "size": "129;16", "children": []}, {"name": null, "role": "AXStaticText", "description": null, "role_description": "text", "value": "", "position": "570.00;12273.00", "size": "129;16", "children": []}, {"name": null, "role": "AXStaticText", "description": null, "role_description": "text", "value": "File", "position": "700.00;12273.00", "size": "129;16", "children": []}, {"name": null, "role": "AXStaticText", "description": null, "role_description": "text", "value": " ", "position": "830.00;12273.00", "size": "49;16", "children": []}]}, {"name": null, "role": "AXRow", "description": null, "role_description": "outline row", "value": null, "position": "200.00;12290.00", "size": "695;17", "children": [{"name": null, "role": "AXStaticText", "description": null, "role_description": "text", "value": "New (Context Help)", "position": "218.00;12290.00", "size": "221;16", "children": []}, {"name": null, "role": "AXStaticText", "description": null, "role_description": "text", "value": "", "position": "440.00;12290.00", "size": "129;16", "children": []}, {"name": null, "role": "AXStaticText", "description": null, "role_description": "text", "value": "", "position": "570.00;12290.00", "size": "129;16", "children": []}, {"name": null, "role": "AXStaticText", "description": null, "role_description": "text", "value": "File", "position": "700.00;12290.00", "size": "129;16", "children": []}, {"name": null, "role": "AXStaticText", "description": null, "role_description": "text", "value": " ", "position": "830.00;12290.00", "size": "49;16", "children": []}]}, {"name": null, "role": "AXRow", "description": null, "role_description": "outline row", "value": null, "position": "200.00;12307.00", "size": "695;17", "children": [{"name": null, "role": "AXStaticText", "description": null, "role_description": "text", "value": "New (Contexts Model)", "position": "218.00;12307.00", "size": "221;16", "children": []}, {"name": null, "role": "AXStaticText", "description": null, "role_description": "text", "value": "", "position": "440.00;12307.00", "size": "129;16", "children": []}, {"name": null, "role": "AXStaticText", "description": null, "role_description": "text", "value": "", "position": "570.00;12307.00", "size": "129;16", "children": []}, {"name": null, "role": "AXStaticText", "description": null, "role_description": "text", "value": "File", "position": "700.00;12307.00", "size": "129;16", "children": []}, {"name": null, "role": "AXStaticText", "description": null, "role_description": "text", "value": " ", "position": "830.00;12307.00", "size": "49;16", "children": []}]}, {"name": null, "role": "AXRow", "description": null, "role_description": "outline row", "value": null, "position": "200.00;12324.00", "size": "695;17", "children": [{"name": null, "role": "AXStaticText", "description": null, "role_description": "text", "value": "New (Convert Projects to JET Projects)", "position": "218.00;12324.00", "size": "221;16", "children": []}, {"name": null, "role": "AXStaticText", "description": null, "role_description": "text", "value": "", "position": "440.00;12324.00", "size": "129;16", "children": []}, {"name": null, "role": "AXStaticText", "description": null, "role_description": "text", "value": "", "position": "570.00;12324.00", "size": "129;16", "children": []}, {"name": null, "role": "AXStaticText", "description": null, "role_description": "text", "value": "File", "position": "700.00;12324.00", "size": "129;16", "children": []}, {"name": null, "role": "AXStaticText", "description": null, "role_description": "text", "value": " ", "position": "830.00;12324.00", "size": "49;16", "children": []}]}, {"name": null, "role": "AXRow", "description": null, "role_description": "outline row", "value": null, "position": "200.00;12341.00", "size": "695;17", "children": [{"name": null, "role": "AXStaticText", "description": null, "role_description": "text", "value": "New (Custom Model)", "position": "218.00;12341.00", "size": "221;16", "children": []}, {"name": null, "role": "AXStaticText", "description": null, "role_description": "text", "value": "", "position": "440.00;12341.00", "size": "129;16", "children": []}, {"name": null, "role": "AXStaticText", "description": null, "role_description": "text", "value": "", "position": "570.00;12341.00", "size": "129;16", "children": []}, {"name": null, "role": "AXStaticText", "description": null, "role_description": "text", "value": "File", "position": "700.00;12341.00", "size": "129;16", "children": []}, {"name": null, "role": "AXStaticText", "description": null, "role_description": "text", "value": " ", "position": "830.00;12341.00", "size": "49;16", "children": []}]}, {"name": null, "role": "AXRow", "description": null, "role_description": "outline row", "value": null, "position": "200.00;12358.00", "size": "695;17", "children": [{"name": null, "role": "AXStaticText", "description": null, "role_description": "text", "value": "New (Ecore Model)", "position": "218.00;12358.00", "size": "221;16", "children": []}, {"name": null, "role": "AXStaticText", "description": null, "role_description": "text", "value": "", "position": "440.00;12358.00", "size": "129;16", "children": []}, {"name": null, "role": "AXStaticText", "description": null, "role_description": "text", "value": "", "position": "570.00;12358.00", "size": "129;16", "children": []}, {"name": null, "role": "AXStaticText", "description": null, "role_description": "text", "value": "File", "position": "700.00;12358.00", "size": "129;16", "children": []}, {"name": null, "role": "AXStaticText", "description": null, "role_description": "text", "value": " ", "position": "830.00;12358.00", "size": "49;16", "children": []}]}, {"name": null, "role": "AXRow", "description": null, "role_description": "outline row", "value": null, "position": "200.00;12375.00", "size": "695;17", "children": [{"name": null, "role": "AXStaticText", "description": null, "role_description": "text", "value": "New (Ecore to Ecore Mapping)", "position": "218.00;12375.00", "size": "221;16", "children": []}, {"name": null, "role": "AXStaticText", "description": null, "role_description": "text", "value": "", "position": "440.00;12375.00", "size": "129;16", "children": []}, {"name": null, "role": "AXStaticText", "description": null, "role_description": "text", "value": "", "position": "570.00;12375.00", "size": "129;16", "children": []}, {"name": null, "role": "AXStaticText", "description": null, "role_description": "text", "value": "File", "position": "700.00;12375.00", "size": "129;16", "children": []}, {"name": null, "role": "AXStaticText", "description": null, "role_description": "text", "value": " ", "position": "830.00;12375.00", "size": "49;16", "children": []}]}, {"name": null, "role": "AXRow", "description": null, "role_description": "outline row", "value": null, "position": "200.00;12392.00", "size": "695;17", "children": [{"name": null, "role": "AXStaticText", "description": null, "role_description": "text", "value": "New (Ecore to XML Mapping)", "position": "218.00;12392.00", "size": "221;16", "children": []}, {"name": null, "role": "AXStaticText", "description": null, "role_description": "text", "value": "", "position": "440.00;12392.00", "size": "129;16", "children": []}, {"name": null, "role": "AXStaticText", "description": null, "role_description": "text", "value": "", "position": "570.00;12392.00", "size": "129;16", "children": []}, {"name": null, "role": "AXStaticText", "description": null, "role_description": "text", "value": "File", "position": "700.00;12392.00", "size": "129;16", "children": []}, {"name": null, "role": "AXStaticText", "description": null, "role_description": "text", "value": " ", "position": "830.00;12392.00", "size": "49;16", "children": []}]}, {"name": null, "role": "AXRow", "description": null, "role_description": "outline row", "value": null, "position": "200.00;12409.00", "size": "695;17", "children": [{"name": null, "role": "AXStaticText", "description": null, "role_description": "text", "value": "New (ElementCreationMenuModel Model)", "position": "218.00;12409.00", "size": "221;16", "children": []}, {"name": null, "role": "AXStaticText", "description": null, "role_description": "text", "value": "", "position": "440.00;12409.00", "size": "129;16", "children": []}, {"name": null, "role": "AXStaticText", "description": null, "role_description": "text", "value": "", "position": "570.00;12409.00", "size": "129;16", "children": []}, {"name": null, "role": "AXStaticText", "description": null, "role_description": "text", "value": "File", "position": "700.00;12409.00", "size": "129;16", "children": []}, {"name": null, "role": "AXStaticText", "description": null, "role_description": "text", "value": " ", "position": "830.00;12409.00", "size": "49;16", "children": []}]}, {"name": null, "role": "AXRow", "description": null, "role_description": "outline row", "value": null, "position": "200.00;12426.00", "size": "695;17", "children": [{"name": null, "role": "AXStaticText", "description": null, "role_description": "text", "value": "New (ElementTypesConfigurations Model)", "position": "218.00;12426.00", "size": "221;16", "children": []}, {"name": null, "role": "AXStaticText", "description": null, "role_description": "text", "value": "", "position": "440.00;12426.00", "size": "129;16", "children": []}, {"name": null, "role": "AXStaticText", "description": null, "role_description": "text", "value": "", "position": "570.00;12426.00", "size": "129;16", "children": []}, {"name": null, "role": "AXStaticText", "description": null, "role_description": "text", "value": "File", "position": "700.00;12426.00", "size": "129;16", "children": []}, {"name": null, "role": "AXStaticText", "description": null, "role_description": "text", "value": " ", "position": "830.00;12426.00", "size": "49;16", "children": []}]}, {"name": null, "role": "AXRow", "description": null, "role_description": "outline row", "value": null, "position": "200.00;12443.00", "size": "695;17", "children": [{"name": null, "role": "AXStaticText", "description": null, "role_description": "text", "value": "New (Element Types Configurations Recipes Example)", "position": "218.00;12443.00", "size": "221;16", "children": []}, {"name": null, "role": "AXStaticText", "description": null, "role_description": "text", "value": "", "position": "440.00;12443.00", "size": "129;16", "children": []}, {"name": null, "role": "AXStaticText", "description": null, "role_description": "text", "value": "", "position": "570.00;12443.00", "size": "129;16", "children": []}, {"name": null, "role": "AXStaticText", "description": null, "role_description": "text", "value": "File", "position": "700.00;12443.00", "size": "129;16", "children": []}, {"name": null, "role": "AXStaticText", "description": null, "role_description": "text", "value": " ", "position": "830.00;12443.00", "size": "49;16", "children": []}]}, {"name": null, "role": "AXRow", "description": null, "role_description": "outline row", "value": null, "position": "200.00;12460.00", "size": "695;17", "children": [{"name": null, "role": "AXStaticText", "description": null, "role_description": "text", "value": "New (EMF Generator Model)", "position": "218.00;12460.00", "size": "221;16", "children": []}, {"name": null, "role": "AXStaticText", "description": null, "role_description": "text", "value": "", "position": "440.00;12460.00", "size": "129;16", "children": []}, {"name": null, "role": "AXStaticText", "description": null, "role_description": "text", "value": "", "position": "570.00;12460.00", "size": "129;16", "children": []}, {"name": null, "role": "AXStaticText", "description": null, "role_description": "text", "value": "File", "position": "700.00;12460.00", "size": "129;16", "children": []}, {"name": null, "role": "AXStaticText", "description": null, "role_description": "text", "value": " ", "position": "830.00;12460.00", "size": "49;16", "children": []}]}, {"name": null, "role": "AXRow", "description": null, "role_description": "outline row", "value": null, "position": "200.00;12477.00", "size": "695;17", "children": [{"name": null, "role": "AXStaticText", "description": null, "role_description": "text", "value": "New (EMF Project)", "position": "218.00;12477.00", "size": "221;16", "children": []}, {"name": null, "role": "AXStaticText", "description": null, "role_description": "text", "value": "", "position": "440.00;12477.00", "size": "129;16", "children": []}, {"name": null, "role": "AXStaticText", "description": null, "role_description": "text", "value": "", "position": "570.00;12477.00", "size": "129;16", "children": []}, {"name": null, "role": "AXStaticText", "description": null, "role_description": "text", "value": "File", "position": "700.00;12477.00", "size": "129;16", "children": []}, {"name": null, "role": "AXStaticText", "description": null, "role_description": "text", "value": " ", "position": "830.00;12477.00", "size": "49;16", "children": []}]}, {"name": null, "role": "AXRow", "description": null, "role_description": "outline row", "value": null, "position": "200.00;12494.00", "size": "695;17", "children": [{"name": null, "role": "AXStaticText", "description": null, "role_description": "text", "value": "New (Empty EMF Project)", "position": "218.00;12494.00", "size": "221;16", "children": []}, {"name": null, "role": "AXStaticText", "description": null, "role_description": "text", "value": "", "position": "440.00;12494.00", "size": "129;16", "children": []}, {"name": null, "role": "AXStaticText", "description": null, "role_description": "text", "value": "", "position": "570.00;12494.00", "size": "129;16", "children": []}, {"name": null, "role": "AXStaticText", "description": null, "role_description": "text", "value": "File", "position": "700.00;12494.00", "size": "129;16", "children": []}, {"name": null, "role": "AXStaticText", "description": null, "role_description": "text", "value": " ", "position": "830.00;12494.00", "size": "49;16", "children": []}]}, {"name": null, "role": "AXRow", "description": null, "role_description": "outline row", "value": null, "position": "200.00;12511.00", "size": "695;17", "children": [{"name": null, "role": "AXStaticText", "description": null, "role_description": "text", "value": "New (Enum)", "position": "218.00;12511.00", "size": "221;16", "children": []}, {"name": null, "role": "AXStaticText", "description": null, "role_description": "text", "value": "", "position": "440.00;12511.00", "size": "129;16", "children": []}, {"name": null, "role": "AXStaticText", "description": null, "role_description": "text", "value": "", "position": "570.00;12511.00", "size": "129;16", "children": []}, {"name": null, "role": "AXStaticText", "description": null, "role_description": "text", "value": "File", "position": "700.00;12511.00", "size": "129;16", "children": []}, {"name": null, "role": "AXStaticText", "description": null, "role_description": "text", "value": " ", "position": "830.00;12511.00", "size": "49;16", "children": []}]}, {"name": null, "role": "AXRow", "description": null, "role_description": "outline row", "value": null, "position": "200.00;12528.00", "size": "695;17", "children": [{"name": null, "role": "AXStaticText", "description": null, "role_description": "text", "value": "New (Expressions Model)", "position": "218.00;12528.00", "size": "221;16", "children": []}, {"name": null, "role": "AXStaticText", "description": null, "role_description": "text", "value": "", "position": "440.00;12528.00", "size": "129;16", "children": []}, {"name": null, "role": "AXStaticText", "description": null, "role_description": "text", "value": "", "position": "570.00;12528.00", "size": "129;16", "children": []}, {"name": null, "role": "AXStaticText", "description": null, "role_description": "text", "value": "File", "position": "700.00;12528.00", "size": "129;16", "children": []}, {"name": null, "role": "AXStaticText", "description": null, "role_description": "text", "value": " ", "position": "830.00;12528.00", "size": "49;16", "children": []}]}, {"name": null, "role": "AXRow", "description": null, "role_description": "outline row", "value": null, "position": "200.00;12545.00", "size": "695;17", "children": [{"name": null, "role": "AXStaticText", "description": null, "role_description": "text", "value": "New (Extended Library Model Example)", "position": "218.00;12545.00", "size": "221;16", "children": []}, {"name": null, "role": "AXStaticText", "description": null, "role_description": "text", "value": "", "position": "440.00;12545.00", "size": "129;16", "children": []}, {"name": null, "role": "AXStaticText", "description": null, "role_description": "text", "value": "", "position": "570.00;12545.00", "size": "129;16", "children": []}, {"name": null, "role": "AXStaticText", "description": null, "role_description": "text", "value": "File", "position": "700.00;12545.00", "size": "129;16", "children": []}, {"name": null, "role": "AXStaticText", "description": null, "role_description": "text", "value": " ", "position": "830.00;12545.00", "size": "49;16", "children": []}]}, {"name": null, "role": "AXRow", "description": null, "role_description": "outline row", "value": null, "position": "200.00;12562.00", "size": "695;17", "children": [{"name": null, "role": "AXStaticText", "description": null, "role_description": "text", "value": "New (Extension Point Schema)", "position": "218.00;12562.00", "size": "221;16", "children": []}, {"name": null, "role": "AXStaticText", "description": null, "role_description": "text", "value": "", "position": "440.00;12562.00", "size": "129;16", "children": []}, {"name": null, "role": "AXStaticText", "description": null, "role_description": "text", "value": "", "position": "570.00;12562.00", "size": "129;16", "children": []}, {"name": null, "role": "AXStaticText", "description": null, "role_description": "text", "value": "File", "position": "700.00;12562.00", "size": "129;16", "children": []}, {"name": null, "role": "AXStaticText", "description": null, "role_description": "text", "value": " ", "position": "830.00;12562.00", "size": "49;16", "children": []}]}, {"name": null, "role": "AXRow", "description": null, "role_description": "outline row", "value": null, "position": "200.00;12579.00", "size": "695;17", "children": [{"name": null, "role": "AXStaticText", "description": null, "role_description": "text", "value": "New (Feature Patch)", "position": "218.00;12579.00", "size": "221;16", "children": []}, {"name": null, "role": "AXStaticText", "description": null, "role_description": "text", "value": "", "position": "440.00;12579.00", "size": "129;16", "children": []}, {"name": null, "role": "AXStaticText", "description": null, "role_description": "text", "value": "", "position": "570.00;12579.00", "size": "129;16", "children": []}, {"name": null, "role": "AXStaticText", "description": null, "role_description": "text", "value": "File", "position": "700.00;12579.00", "size": "129;16", "children": []}, {"name": null, "role": "AXStaticText", "description": null, "role_description": "text", "value": " ", "position": "830.00;12579.00", "size": "49;16", "children": []}]}, {"name": null, "role": "AXRow", "description": null, "role_description": "outline row", "value": null, "position": "200.00;12596.00", "size": "695;17", "children": [{"name": null, "role": "AXStaticText", "description": null, "role_description": "text", "value": "New (Feature Project)", "position": "218.00;12596.00", "size": "221;16", "children": []}, {"name": null, "role": "AXStaticText", "description": null, "role_description": "text", "value": "", "position": "440.00;12596.00", "size": "129;16", "children": []}, {"name": null, "role": "AXStaticText", "description": null, "role_description": "text", "value": "", "position": "570.00;12596.00", "size": "129;16", "children": []}, {"name": null, "role": "AXStaticText", "description": null, "role_description": "text", "value": "File", "position": "700.00;12596.00", "size": "129;16", "children": []}, {"name": null, "role": "AXStaticText", "description": null, "role_description": "text", "value": " ", "position": "830.00;12596.00", "size": "49;16", "children": []}]}, {"name": null, "role": "AXRow", "description": null, "role_description": "outline row", "value": null, "position": "200.00;12613.00", "size": "695;17", "children": [{"name": null, "role": "AXStaticText", "description": null, "role_description": "text", "value": "New (File)", "position": "218.00;12613.00", "size": "221;16", "children": []}, {"name": null, "role": "AXStaticText", "description": null, "role_description": "text", "value": "", "position": "440.00;12613.00", "size": "129;16", "children": []}, {"name": null, "role": "AXStaticText", "description": null, "role_description": "text", "value": "", "position": "570.00;12613.00", "size": "129;16", "children": []}, {"name": null, "role": "AXStaticText", "description": null, "role_description": "text", "value": "File", "position": "700.00;12613.00", "size": "129;16", "children": []}, {"name": null, "role": "AXStaticText", "description": null, "role_description": "text", "value": " ", "position": "830.00;12613.00", "size": "49;16", "children": []}]}, {"name": null, "role": "AXRow", "description": null, "role_description": "outline row", "value": null, "position": "200.00;12630.00", "size": "695;17", "children": [{"name": null, "role": "AXStaticText", "description": null, "role_description": "text", "value": "New (Folder)", "position": "218.00;12630.00", "size": "221;16", "children": []}, {"name": null, "role": "AXStaticText", "description": null, "role_description": "text", "value": "", "position": "440.00;12630.00", "size": "129;16", "children": []}, {"name": null, "role": "AXStaticText", "description": null, "role_description": "text", "value": "", "position": "570.00;12630.00", "size": "129;16", "children": []}, {"name": null, "role": "AXStaticText", "description": null, "role_description": "text", "value": "File", "position": "700.00;12630.00", "size": "129;16", "children": []}, {"name": null, "role": "AXStaticText", "description": null, "role_description": "text", "value": " ", "position": "830.00;12630.00", "size": "49;16", "children": []}]}, {"name": null, "role": "AXRow", "description": null, "role_description": "outline row", "value": null, "position": "200.00;12647.00", "size": "695;17", "children": [{"name": null, "role": "AXStaticText", "description": null, "role_description": "text", "value": "New (Fragment Project)", "position": "218.00;12647.00", "size": "221;16", "children": []}, {"name": null, "role": "AXStaticText", "description": null, "role_description": "text", "value": "", "position": "440.00;12647.00", "size": "129;16", "children": []}, {"name": null, "role": "AXStaticText", "description": null, "role_description": "text", "value": "", "position": "570.00;12647.00", "size": "129;16", "children": []}, {"name": null, "role": "AXStaticText", "description": null, "role_description": "text", "value": "File", "position": "700.00;12647.00", "size": "129;16", "children": []}, {"name": null, "role": "AXStaticText", "description": null, "role_description": "text", "value": " ", "position": "830.00;12647.00", "size": "49;16", "children": []}]}, {"name": null, "role": "AXRow", "description": null, "role_description": "outline row", "value": null, "position": "200.00;12664.00", "size": "695;17", "children": [{"name": null, "role": "AXStaticText", "description": null, "role_description": "text", "value": "New (General Validation Example)", "position": "218.00;12664.00", "size": "221;16", "children": []}, {"name": null, "role": "AXStaticText", "description": null, "role_description": "text", "value": "", "position": "440.00;12664.00", "size": "129;16", "children": []}, {"name": null, "role": "AXStaticText", "description": null, "role_description": "text", "value": "", "position": "570.00;12664.00", "size": "129;16", "children": []}, {"name": null, "role": "AXStaticText", "description": null, "role_description": "text", "value": "File", "position": "700.00;12664.00", "size": "129;16", "children": []}, {"name": null, "role": "AXStaticText", "description": null, "role_description": "text", "value": " ", "position": "830.00;12664.00", "size": "49;16", "children": []}]}, {"name": null, "role": "AXRow", "description": null, "role_description": "outline row", "value": null, "position": "200.00;12681.00", "size": "695;17", "children": [{"name": null, "role": "AXStaticText", "description": null, "role_description": "text", "value": "New (Generator Extension Example)", "position": "218.00;12681.00", "size": "221;16", "children": []}, {"name": null, "role": "AXStaticText", "description": null, "role_description": "text", "value": "", "position": "440.00;12681.00", "size": "129;16", "children": []}, {"name": null, "role": "AXStaticText", "description": null, "role_description": "text", "value": "", "position": "570.00;12681.00", "size": "129;16", "children": []}, {"name": null, "role": "AXStaticText", "description": null, "role_description": "text", "value": "File", "position": "700.00;12681.00", "size": "129;16", "children": []}, {"name": null, "role": "AXStaticText", "description": null, "role_description": "text", "value": " ", "position": "830.00;12681.00", "size": "49;16", "children": []}]}, {"name": null, "role": "AXRow", "description": null, "role_description": "outline row", "value": null, "position": "200.00;12698.00", "size": "695;17", "children": [{"name": null, "role": "AXStaticText", "description": null, "role_description": "text", "value": "New (Geoshape)", "position": "218.00;12698.00", "size": "221;16", "children": []}, {"name": null, "role": "AXStaticText", "description": null, "role_description": "text", "value": "", "position": "440.00;12698.00", "size": "129;16", "children": []}, {"name": null, "role": "AXStaticText", "description": null, "role_description": "text", "value": "", "position": "570.00;12698.00", "size": "129;16", "children": []}, {"name": null, "role": "AXStaticText", "description": null, "role_description": "text", "value": "File", "position": "700.00;12698.00", "size": "129;16", "children": []}, {"name": null, "role": "AXStaticText", "description": null, "role_description": "text", "value": " ", "position": "830.00;12698.00", "size": "49;16", "children": []}]}, {"name": null, "role": "AXRow", "description": null, "role_description": "outline row", "value": null, "position": "200.00;12715.00", "size": "695;17", "children": [{"name": null, "role": "AXStaticText", "description": null, "role_description": "text", "value": "New (Geoshape Diagram)", "position": "218.00;12715.00", "size": "221;16", "children": []}, {"name": null, "role": "AXStaticText", "description": null, "role_description": "text", "value": "", "position": "440.00;12715.00", "size": "129;16", "children": []}, {"name": null, "role": "AXStaticText", "description": null, "role_description": "text", "value": "", "position": "570.00;12715.00", "size": "129;16", "children": []}, {"name": null, "role": "AXStaticText", "description": null, "role_description": "text", "value": "File", "position": "700.00;12715.00", "size": "129;16", "children": []}, {"name": null, "role": "AXStaticText", "description": null, "role_description": "text", "value": " ", "position": "830.00;12715.00", "size": "49;16", "children": []}]}, {"name": null, "role": "AXRow", "description": null, "role_description": "outline row", "value": null, "position": "200.00;12732.00", "size": "695;17", "children": [{"name": null, "role": "AXStaticText", "description": null, "role_description": "text", "value": "New (Getting Started with UML2)", "position": "218.00;12732.00", "size": "221;16", "children": []}, {"name": null, "role": "AXStaticText", "description": null, "role_description": "text", "value": "", "position": "440.00;12732.00", "size": "129;16", "children": []}, {"name": null, "role": "AXStaticText", "description": null, "role_description": "text", "value": "", "position": "570.00;12732.00", "size": "129;16", "children": []}, {"name": null, "role": "AXStaticText", "description": null, "role_description": "text", "value": "File", "position": "700.00;12732.00", "size": "129;16", "children": []}, {"name": null, "role": "AXStaticText", "description": null, "role_description": "text", "value": " ", "position": "830.00;12732.00", "size": "49;16", "children": []}]}, {"name": null, "role": "AXRow", "description": null, "role_description": "outline row", "value": null, "position": "200.00;12749.00", "size": "695;17", "children": [{"name": null, "role": "AXStaticText", "description": null, "role_description": "text", "value": "New (Git Repository)", "position": "218.00;12749.00", "size": "221;16", "children": []}, {"name": null, "role": "AXStaticText", "description": null, "role_description": "text", "value": "", "position": "440.00;12749.00", "size": "129;16", "children": []}, {"name": null, "role": "AXStaticText", "description": null, "role_description": "text", "value": "", "position": "570.00;12749.00", "size": "129;16", "children": []}, {"name": null, "role": "AXStaticText", "description": null, "role_description": "text", "value": "File", "position": "700.00;12749.00", "size": "129;16", "children": []}, {"name": null, "role": "AXStaticText", "description": null, "role_description": "text", "value": " ", "position": "830.00;12749.00", "size": "49;16", "children": []}]}, {"name": null, "role": "AXRow", "description": null, "role_description": "outline row", "value": null, "position": "200.00;12766.00", "size": "695;17", "children": [{"name": null, "role": "AXStaticText", "description": null, "role_description": "text", "value": "New (Help Table of Contents)", "position": "218.00;12766.00", "size": "221;16", "children": []}, {"name": null, "role": "AXStaticText", "description": null, "role_description": "text", "value": "", "position": "440.00;12766.00", "size": "129;16", "children": []}, {"name": null, "role": "AXStaticText", "description": null, "role_description": "text", "value": "", "position": "570.00;12766.00", "size": "129;16", "children": []}, {"name": null, "role": "AXStaticText", "description": null, "role_description": "text", "value": "File", "position": "700.00;12766.00", "size": "129;16", "children": []}, {"name": null, "role": "AXStaticText", "description": null, "role_description": "text", "value": " ", "position": "830.00;12766.00", "size": "49;16", "children": []}]}, {"name": null, "role": "AXRow", "description": null, "role_description": "outline row", "value": null, "position": "200.00;12783.00", "size": "695;17", "children": [{"name": null, "role": "AXStaticText", "description": null, "role_description": "text", "value": "New (Interface)", "position": "218.00;12783.00", "size": "221;16", "children": []}, {"name": null, "role": "AXStaticText", "description": null, "role_description": "text", "value": "", "position": "440.00;12783.00", "size": "129;16", "children": []}, {"name": null, "role": "AXStaticText", "description": null, "role_description": "text", "value": "", "position": "570.00;12783.00", "size": "129;16", "children": []}, {"name": null, "role": "AXStaticText", "description": null, "role_description": "text", "value": "File", "position": "700.00;12783.00", "size": "129;16", "children": []}, {"name": null, "role": "AXStaticText", "description": null, "role_description": "text", "value": " ", "position": "830.00;12783.00", "size": "49;16", "children": []}]}, {"name": null, "role": "AXRow", "description": null, "role_description": "outline row", "value": null, "position": "200.00;12800.00", "size": "695;17", "children": [{"name": null, "role": "AXStaticText", "description": null, "role_description": "text", "value": "New (Introduction to UML2 Profiles)", "position": "218.00;12800.00", "size": "221;16", "children": []}, {"name": null, "role": "AXStaticText", "description": null, "role_description": "text", "value": "", "position": "440.00;12800.00", "size": "129;16", "children": []}, {"name": null, "role": "AXStaticText", "description": null, "role_description": "text", "value": "", "position": "570.00;12800.00", "size": "129;16", "children": []}, {"name": null, "role": "AXStaticText", "description": null, "role_description": "text", "value": "File", "position": "700.00;12800.00", "size": "129;16", "children": []}, {"name": null, "role": "AXStaticText", "description": null, "role_description": "text", "value": " ", "position": "830.00;12800.00", "size": "49;16", "children": []}]}, {"name": null, "role": "AXRow", "description": null, "role_description": "outline row", "value": null, "position": "200.00;12817.00", "size": "695;17", "children": [{"name": null, "role": "AXStaticText", "description": null, "role_description": "text", "value": "New (Java Model Example)", "position": "218.00;12817.00", "size": "221;16", "children": []}, {"name": null, "role": "AXStaticText", "description": null, "role_description": "text", "value": "", "position": "440.00;12817.00", "size": "129;16", "children": []}, {"name": null, "role": "AXStaticText", "description": null, "role_description": "text", "value": "", "position": "570.00;12817.00", "size": "129;16", "children": []}, {"name": null, "role": "AXStaticText", "description": null, "role_description": "text", "value": "File", "position": "700.00;12817.00", "size": "129;16", "children": []}, {"name": null, "role": "AXStaticText", "description": null, "role_description": "text", "value": " ", "position": "830.00;12817.00", "size": "49;16", "children": []}]}, {"name": null, "role": "AXRow", "description": null, "role_description": "outline row", "value": null, "position": "200.00;12834.00", "size": "695;17", "children": [{"name": null, "role": "AXStaticText", "description": null, "role_description": "text", "value": "New (Java Project)", "position": "218.00;12834.00", "size": "221;16", "children": []}, {"name": null, "role": "AXStaticText", "description": null, "role_description": "text", "value": "", "position": "440.00;12834.00", "size": "129;16", "children": []}, {"name": null, "role": "AXStaticText", "description": null, "role_description": "text", "value": "", "position": "570.00;12834.00", "size": "129;16", "children": []}, {"name": null, "role": "AXStaticText", "description": null, "role_description": "text", "value": "File", "position": "700.00;12834.00", "size": "129;16", "children": []}, {"name": null, "role": "AXStaticText", "description": null, "role_description": "text", "value": " ", "position": "830.00;12834.00", "size": "49;16", "children": []}]}, {"name": null, "role": "AXRow", "description": null, "role_description": "outline row", "value": null, "position": "200.00;12851.00", "size": "695;17", "children": [{"name": null, "role": "AXStaticText", "description": null, "role_description": "text", "value": "New (Java Project from Existing Ant Buildfile)", "position": "218.00;12851.00", "size": "221;16", "children": []}, {"name": null, "role": "AXStaticText", "description": null, "role_description": "text", "value": "", "position": "440.00;12851.00", "size": "129;16", "children": []}, {"name": null, "role": "AXStaticText", "description": null, "role_description": "text", "value": "", "position": "570.00;12851.00", "size": "129;16", "children": []}, {"name": null, "role": "AXStaticText", "description": null, "role_description": "text", "value": "File", "position": "700.00;12851.00", "size": "129;16", "children": []}, {"name": null, "role": "AXStaticText", "description": null, "role_description": "text", "value": " ", "position": "830.00;12851.00", "size": "49;16", "children": []}]}, {"name": null, "role": "AXRow", "description": null, "role_description": "outline row", "value": null, "position": "200.00;12868.00", "size": "695;17", "children": [{"name": null, "role": "AXStaticText", "description": null, "role_description": "text", "value": "New (Java Working Set)", "position": "218.00;12868.00", "size": "221;16", "children": []}, {"name": null, "role": "AXStaticText", "description": null, "role_description": "text", "value": "", "position": "440.00;12868.00", "size": "129;16", "children": []}, {"name": null, "role": "AXStaticText", "description": null, "role_description": "text", "value": "", "position": "570.00;12868.00", "size": "129;16", "children": []}, {"name": null, "role": "AXStaticText", "description": null, "role_description": "text", "value": "File", "position": "700.00;12868.00", "size": "129;16", "children": []}, {"name": null, "role": "AXStaticText", "description": null, "role_description": "text", "value": " ", "position": "830.00;12868.00", "size": "49;16", "children": []}]}, {"name": null, "role": "AXRow", "description": null, "role_description": "outline row", "value": null, "position": "200.00;12885.00", "size": "695;17", "children": [{"name": null, "role": "AXStaticText", "description": null, "role_description": "text", "value": "New (JUnit Test Case)", "position": "218.00;12885.00", "size": "221;16", "children": []}, {"name": null, "role": "AXStaticText", "description": null, "role_description": "text", "value": "", "position": "440.00;12885.00", "size": "129;16", "children": []}, {"name": null, "role": "AXStaticText", "description": null, "role_description": "text", "value": "", "position": "570.00;12885.00", "size": "129;16", "children": []}, {"name": null, "role": "AXStaticText", "description": null, "role_description": "text", "value": "File", "position": "700.00;12885.00", "size": "129;16", "children": []}, {"name": null, "role": "AXStaticText", "description": null, "role_description": "text", "value": " ", "position": "830.00;12885.00", "size": "49;16", "children": []}]}, {"name": null, "role": "AXRow", "description": null, "role_description": "outline row", "value": null, "position": "200.00;12902.00", "size": "695;17", "children": [{"name": null, "role": "AXStaticText", "description": null, "role_description": "text", "value": "New (JUnit Test Suite)", "position": "218.00;12902.00", "size": "221;16", "children": []}, {"name": null, "role": "AXStaticText", "description": null, "role_description": "text", "value": "", "position": "440.00;12902.00", "size": "129;16", "children": []}, {"name": null, "role": "AXStaticText", "description": null, "role_description": "text", "value": "", "position": "570.00;12902.00", "size": "129;16", "children": []}, {"name": null, "role": "AXStaticText", "description": null, "role_description": "text", "value": "File", "position": "700.00;12902.00", "size": "129;16", "children": []}, {"name": null, "role": "AXStaticText", "description": null, "role_description": "text", "value": " ", "position": "830.00;12902.00", "size": "49;16", "children": []}]}, {"name": null, "role": "AXRow", "description": null, "role_description": "outline row", "value": null, "position": "200.00;12919.00", "size": "695;17", "children": [{"name": null, "role": "AXStaticText", "description": null, "role_description": "text", "value": "New (Logic)", "position": "218.00;12919.00", "size": "221;16", "children": []}, {"name": null, "role": "AXStaticText", "description": null, "role_description": "text", "value": "", "position": "440.00;12919.00", "size": "129;16", "children": []}, {"name": null, "role": "AXStaticText", "description": null, "role_description": "text", "value": "", "position": "570.00;12919.00", "size": "129;16", "children": []}, {"name": null, "role": "AXStaticText", "description": null, "role_description": "text", "value": "File", "position": "700.00;12919.00", "size": "129;16", "children": []}, {"name": null, "role": "AXStaticText", "description": null, "role_description": "text", "value": " ", "position": "830.00;12919.00", "size": "49;16", "children": []}]}, {"name": null, "role": "AXRow", "description": null, "role_description": "outline row", "value": null, "position": "200.00;12936.00", "size": "695;17", "children": [{"name": null, "role": "AXStaticText", "description": null, "role_description": "text", "value": "New (Logic Diagram)", "position": "218.00;12936.00", "size": "221;16", "children": []}, {"name": null, "role": "AXStaticText", "description": null, "role_description": "text", "value": "", "position": "440.00;12936.00", "size": "129;16", "children": []}, {"name": null, "role": "AXStaticText", "description": null, "role_description": "text", "value": "", "position": "570.00;12936.00", "size": "129;16", "children": []}, {"name": null, "role": "AXStaticText", "description": null, "role_description": "text", "value": "File", "position": "700.00;12936.00", "size": "129;16", "children": []}, {"name": null, "role": "AXStaticText", "description": null, "role_description": "text", "value": " ", "position": "830.00;12936.00", "size": "49;16", "children": []}]}, {"name": null, "role": "AXRow", "description": null, "role_description": "outline row", "value": null, "position": "200.00;12953.00", "size": "695;17", "children": [{"name": null, "role": "AXStaticText", "description": null, "role_description": "text", "value": "New (Model Exporter Example)", "position": "218.00;12953.00", "size": "221;16", "children": []}, {"name": null, "role": "AXStaticText", "description": null, "role_description": "text", "value": "", "position": "440.00;12953.00", "size": "129;16", "children": []}, {"name": null, "role": "AXStaticText", "description": null, "role_description": "text", "value": "", "position": "570.00;12953.00", "size": "129;16", "children": []}, {"name": null, "role": "AXStaticText", "description": null, "role_description": "text", "value": "File", "position": "700.00;12953.00", "size": "129;16", "children": []}, {"name": null, "role": "AXStaticText", "description": null, "role_description": "text", "value": " ", "position": "830.00;12953.00", "size": "49;16", "children": []}]}, {"name": null, "role": "AXRow", "description": null, "role_description": "outline row", "value": null, "position": "200.00;12970.00", "size": "695;17", "children": [{"name": null, "role": "AXStaticText", "description": null, "role_description": "text", "value": "New (Modeling Assistants Model)", "position": "218.00;12970.00", "size": "221;16", "children": []}, {"name": null, "role": "AXStaticText", "description": null, "role_description": "text", "value": "", "position": "440.00;12970.00", "size": "129;16", "children": []}, {"name": null, "role": "AXStaticText", "description": null, "role_description": "text", "value": "", "position": "570.00;12970.00", "size": "129;16", "children": []}, {"name": null, "role": "AXStaticText", "description": null, "role_description": "text", "value": "File", "position": "700.00;12970.00", "size": "129;16", "children": []}, {"name": null, "role": "AXStaticText", "description": null, "role_description": "text", "value": " ", "position": "830.00;12970.00", "size": "49;16", "children": []}]}, {"name": null, "role": "AXRow", "description": null, "role_description": "outline row", "value": null, "position": "200.00;12987.00", "size": "695;17", "children": [{"name": null, "role": "AXStaticText", "description": null, "role_description": "text", "value": "New (New Addon Class)", "position": "218.00;12987.00", "size": "221;16", "children": []}, {"name": null, "role": "AXStaticText", "description": null, "role_description": "text", "value": "", "position": "440.00;12987.00", "size": "129;16", "children": []}, {"name": null, "role": "AXStaticText", "description": null, "role_description": "text", "value": "", "position": "570.00;12987.00", "size": "129;16", "children": []}, {"name": null, "role": "AXStaticText", "description": null, "role_description": "text", "value": "File", "position": "700.00;12987.00", "size": "129;16", "children": []}, {"name": null, "role": "AXStaticText", "description": null, "role_description": "text", "value": " ", "position": "830.00;12987.00", "size": "49;16", "children": []}]}, {"name": null, "role": "AXRow", "description": null, "role_description": "outline row", "value": null, "position": "200.00;13004.00", "size": "695;17", "children": [{"name": null, "role": "AXStaticText", "description": null, "role_description": "text", "value": "New (New Application Model)", "position": "218.00;13004.00", "size": "221;16", "children": []}, {"name": null, "role": "AXStaticText", "description": null, "role_description": "text", "value": "", "position": "440.00;13004.00", "size": "129;16", "children": []}, {"name": null, "role": "AXStaticText", "description": null, "role_description": "text", "value": "", "position": "570.00;13004.00", "size": "129;16", "children": []}, {"name": null, "role": "AXStaticText", "description": null, "role_description": "text", "value": "File", "position": "700.00;13004.00", "size": "129;16", "children": []}, {"name": null, "role": "AXStaticText", "description": null, "role_description": "text", "value": " ", "position": "830.00;13004.00", "size": "49;16", "children": []}]}, {"name": null, "role": "AXRow", "description": null, "role_description": "outline row", "value": null, "position": "200.00;13021.00", "size": "695;17", "children": [{"name": null, "role": "AXStaticText", "description": null, "role_description": "text", "value": "New (New Handler Class)", "position": "218.00;13021.00", "size": "221;16", "children": []}, {"name": null, "role": "AXStaticText", "description": null, "role_description": "text", "value": "", "position": "440.00;13021.00", "size": "129;16", "children": []}, {"name": null, "role": "AXStaticText", "description": null, "role_description": "text", "value": "", "position": "570.00;13021.00", "size": "129;16", "children": []}, {"name": null, "role": "AXStaticText", "description": null, "role_description": "text", "value": "File", "position": "700.00;13021.00", "size": "129;16", "children": []}, {"name": null, "role": "AXStaticText", "description": null, "role_description": "text", "value": " ", "position": "830.00;13021.00", "size": "49;16", "children": []}]}, {"name": null, "role": "AXRow", "description": null, "role_description": "outline row", "value": null, "position": "200.00;13038.00", "size": "695;17", "children": [{"name": null, "role": "AXStaticText", "description": null, "role_description": "text", "value": "New (New Model Fragment)", "position": "218.00;13038.00", "size": "221;16", "children": []}, {"name": null, "role": "AXStaticText", "description": null, "role_description": "text", "value": "", "position": "440.00;13038.00", "size": "129;16", "children": []}, {"name": null, "role": "AXStaticText", "description": null, "role_description": "text", "value": "", "position": "570.00;13038.00", "size": "129;16", "children": []}, {"name": null, "role": "AXStaticText", "description": null, "role_description": "text", "value": "File", "position": "700.00;13038.00", "size": "129;16", "children": []}, {"name": null, "role": "AXStaticText", "description": null, "role_description": "text", "value": " ", "position": "830.00;13038.00", "size": "49;16", "children": []}]}, {"name": null, "role": "AXRow", "description": null, "role_description": "outline row", "value": null, "position": "200.00;13055.00", "size": "695;17", "children": [{"name": null, "role": "AXStaticText", "description": null, "role_description": "text", "value": "New (New Part Class)", "position": "218.00;13055.00", "size": "221;16", "children": []}, {"name": null, "role": "AXStaticText", "description": null, "role_description": "text", "value": "", "position": "440.00;13055.00", "size": "129;16", "children": []}, {"name": null, "role": "AXStaticText", "description": null, "role_description": "text", "value": "", "position": "570.00;13055.00", "size": "129;16", "children": []}, {"name": null, "role": "AXStaticText", "description": null, "role_description": "text", "value": "File", "position": "700.00;13055.00", "size": "129;16", "children": []}, {"name": null, "role": "AXStaticText", "description": null, "role_description": "text", "value": " ", "position": "830.00;13055.00", "size": "49;16", "children": []}]}, {"name": null, "role": "AXRow", "description": null, "role_description": "outline row", "value": null, "position": "200.00;13072.00", "size": "695;17", "children": [{"name": null, "role": "AXStaticText", "description": null, "role_description": "text", "value": "New (New Tool Control Class)", "position": "218.00;13072.00", "size": "221;16", "children": []}, {"name": null, "role": "AXStaticText", "description": null, "role_description": "text", "value": "", "position": "440.00;13072.00", "size": "129;16", "children": []}, {"name": null, "role": "AXStaticText", "description": null, "role_description": "text", "value": "", "position": "570.00;13072.00", "size": "129;16", "children": []}, {"name": null, "role": "AXStaticText", "description": null, "role_description": "text", "value": "File", "position": "700.00;13072.00", "size": "129;16", "children": []}, {"name": null, "role": "AXStaticText", "description": null, "role_description": "text", "value": " ", "position": "830.00;13072.00", "size": "49;16", "children": []}]}, {"name": null, "role": "AXRow", "description": null, "role_description": "outline row", "value": null, "position": "200.00;13089.00", "size": "695;17", "children": [{"name": null, "role": "AXStaticText", "description": null, "role_description": "text", "value": "New (OCL Example (org.eclipse.emf.validation.examples.ocl))", "position": "218.00;13089.00", "size": "221;16", "children": []}, {"name": null, "role": "AXStaticText", "description": null, "role_description": "text", "value": "", "position": "440.00;13089.00", "size": "129;16", "children": []}, {"name": null, "role": "AXStaticText", "description": null, "role_description": "text", "value": "", "position": "570.00;13089.00", "size": "129;16", "children": []}, {"name": null, "role": "AXStaticText", "description": null, "role_description": "text", "value": "File", "position": "700.00;13089.00", "size": "129;16", "children": []}, {"name": null, "role": "AXStaticText", "description": null, "role_description": "text", "value": " ", "position": "830.00;13089.00", "size": "49;16", "children": []}]}, {"name": null, "role": "AXRow", "description": null, "role_description": "outline row", "value": null, "position": "200.00;13106.00", "size": "695;17", "children": [{"name": null, "role": "AXStaticText", "description": null, "role_description": "text", "value": "New (OCL Example)", "position": "218.00;13106.00", "size": "221;16", "children": []}, {"name": null, "role": "AXStaticText", "description": null, "role_description": "text", "value": "", "position": "440.00;13106.00", "size": "129;16", "children": []}, {"name": null, "role": "AXStaticText", "description": null, "role_description": "text", "value": "", "position": "570.00;13106.00", "size": "129;16", "children": []}, {"name": null, "role": "AXStaticText", "description": null, "role_description": "text", "value": "File", "position": "700.00;13106.00", "size": "129;16", "children": []}, {"name": null, "role": "AXStaticText", "description": null, "role_description": "text", "value": " ", "position": "830.00;13106.00", "size": "49;16", "children": []}]}, {"name": null, "role": "AXRow", "description": null, "role_description": "outline row", "value": null, "position": "200.00;13123.00", "size": "695;17", "children": [{"name": null, "role": "AXStaticText", "description": null, "role_description": "text", "value": "New (OCLinEcore Ecore File)", "position": "218.00;13123.00", "size": "221;16", "children": []}, {"name": null, "role": "AXStaticText", "description": null, "role_description": "text", "value": "", "position": "440.00;13123.00", "size": "129;16", "children": []}, {"name": null, "role": "AXStaticText", "description": null, "role_description": "text", "value": "", "position": "570.00;13123.00", "size": "129;16", "children": []}, {"name": null, "role": "AXStaticText", "description": null, "role_description": "text", "value": "File", "position": "700.00;13123.00", "size": "129;16", "children": []}, {"name": null, "role": "AXStaticText", "description": null, "role_description": "text", "value": " ", "position": "830.00;13123.00", "size": "49;16", "children": []}]}, {"name": null, "role": "AXRow", "description": null, "role_description": "outline row", "value": null, "position": "200.00;13140.00", "size": "695;17", "children": [{"name": null, "role": "AXStaticText", "description": null, "role_description": "text", "value": "New (OCLinEcore Text File)", "position": "218.00;13140.00", "size": "221;16", "children": []}, {"name": null, "role": "AXStaticText", "description": null, "role_description": "text", "value": "", "position": "440.00;13140.00", "size": "129;16", "children": []}, {"name": null, "role": "AXStaticText", "description": null, "role_description": "text", "value": "", "position": "570.00;13140.00", "size": "129;16", "children": []}, {"name": null, "role": "AXStaticText", "description": null, "role_description": "text", "value": "File", "position": "700.00;13140.00", "size": "129;16", "children": []}, {"name": null, "role": "AXStaticText", "description": null, "role_description": "text", "value": " ", "position": "830.00;13140.00", "size": "49;16", "children": []}]}, {"name": null, "role": "AXRow", "description": null, "role_description": "outline row", "value": null, "position": "200.00;13157.00", "size": "695;17", "children": [{"name": null, "role": "AXStaticText", "description": null, "role_description": "text", "value": "New (OCL Standard Library File)", "position": "218.00;13157.00", "size": "221;16", "children": []}, {"name": null, "role": "AXStaticText", "description": null, "role_description": "text", "value": "", "position": "440.00;13157.00", "size": "129;16", "children": []}, {"name": null, "role": "AXStaticText", "description": null, "role_description": "text", "value": "", "position": "570.00;13157.00", "size": "129;16", "children": []}, {"name": null, "role": "AXStaticText", "description": null, "role_description": "text", "value": "File", "position": "700.00;13157.00", "size": "129;16", "children": []}, {"name": null, "role": "AXStaticText", "description": null, "role_description": "text", "value": " ", "position": "830.00;13157.00", "size": "49;16", "children": []}]}, {"name": null, "role": "AXRow", "description": null, "role_description": "outline row", "value": null, "position": "200.00;13174.00", "size": "695;17", "children": [{"name": null, "role": "AXStaticText", "description": null, "role_description": "text", "value": "New (Package)", "position": "218.00;13174.00", "size": "221;16", "children": []}, {"name": null, "role": "AXStaticText", "description": null, "role_description": "text", "value": "", "position": "440.00;13174.00", "size": "129;16", "children": []}, {"name": null, "role": "AXStaticText", "description": null, "role_description": "text", "value": "", "position": "570.00;13174.00", "size": "129;16", "children": []}, {"name": null, "role": "AXStaticText", "description": null, "role_description": "text", "value": "File", "position": "700.00;13174.00", "size": "129;16", "children": []}, {"name": null, "role": "AXStaticText", "description": null, "role_description": "text", "value": " ", "position": "830.00;13174.00", "size": "49;16", "children": []}]}, {"name": null, "role": "AXRow", "description": null, "role_description": "outline row", "value": null, "position": "200.00;13191.00", "size": "695;17", "children": [{"name": null, "role": "AXStaticText", "description": null, "role_description": "text", "value": "New (Papyrus Constraints Environment Model)", "position": "218.00;13191.00", "size": "221;16", "children": []}, {"name": null, "role": "AXStaticText", "description": null, "role_description": "text", "value": "", "position": "440.00;13191.00", "size": "129;16", "children": []}, {"name": null, "role": "AXStaticText", "description": null, "role_description": "text", "value": "", "position": "570.00;13191.00", "size": "129;16", "children": []}, {"name": null, "role": "AXStaticText", "description": null, "role_description": "text", "value": "File", "position": "700.00;13191.00", "size": "129;16", "children": []}, {"name": null, "role": "AXStaticText", "description": null, "role_description": "text", "value": " ", "position": "830.00;13191.00", "size": "49;16", "children": []}]}, {"name": null, "role": "AXRow", "description": null, "role_description": "outline row", "value": null, "position": "200.00;13208.00", "size": "695;17", "children": [{"name": null, "role": "AXStaticText", "description": null, "role_description": "text", "value": "New (Papyrus Model)", "position": "218.00;13208.00", "size": "221;16", "children": []}, {"name": null, "role": "AXStaticText", "description": null, "role_description": "text", "value": "", "position": "440.00;13208.00", "size": "129;16", "children": []}, {"name": null, "role": "AXStaticText", "description": null, "role_description": "text", "value": "", "position": "570.00;13208.00", "size": "129;16", "children": []}, {"name": null, "role": "AXStaticText", "description": null, "role_description": "text", "value": "File", "position": "700.00;13208.00", "size": "129;16", "children": []}, {"name": null, "role": "AXStaticText", "description": null, "role_description": "text", "value": " ", "position": "830.00;13208.00", "size": "49;16", "children": []}]}, {"name": null, "role": "AXRow", "description": null, "role_description": "outline row", "value": null, "position": "200.00;13225.00", "size": "695;17", "children": [{"name": null, "role": "AXStaticText", "description": null, "role_description": "text", "value": "New (Papyrus Project)", "position": "218.00;13225.00", "size": "221;16", "children": []}, {"name": null, "role": "AXStaticText", "description": null, "role_description": "text", "value": "", "position": "440.00;13225.00", "size": "129;16", "children": []}, {"name": null, "role": "AXStaticText", "description": null, "role_description": "text", "value": "", "position": "570.00;13225.00", "size": "129;16", "children": []}, {"name": null, "role": "AXStaticText", "description": null, "role_description": "text", "value": "File", "position": "700.00;13225.00", "size": "129;16", "children": []}, {"name": null, "role": "AXStaticText", "description": null, "role_description": "text", "value": " ", "position": "830.00;13225.00", "size": "49;16", "children": []}]}, {"name": null, "role": "AXRow", "description": null, "role_description": "outline row", "value": null, "position": "200.00;13242.00", "size": "695;17", "children": [{"name": null, "role": "AXStaticText", "description": null, "role_description": "text", "value": "New (Plug-in from Existing JAR Archives)", "position": "218.00;13242.00", "size": "221;16", "children": []}, {"name": null, "role": "AXStaticText", "description": null, "role_description": "text", "value": "", "position": "440.00;13242.00", "size": "129;16", "children": []}, {"name": null, "role": "AXStaticText", "description": null, "role_description": "text", "value": "", "position": "570.00;13242.00", "size": "129;16", "children": []}, {"name": null, "role": "AXStaticText", "description": null, "role_description": "text", "value": "File", "position": "700.00;13242.00", "size": "129;16", "children": []}, {"name": null, "role": "AXStaticText", "description": null, "role_description": "text", "value": " ", "position": "830.00;13242.00", "size": "49;16", "children": []}]}, {"name": null, "role": "AXRow", "description": null, "role_description": "outline row", "value": null, "position": "200.00;13259.00", "size": "695;17", "children": [{"name": null, "role": "AXStaticText", "description": null, "role_description": "text", "value": "New (Plug-in Project)", "position": "218.00;13259.00", "size": "221;16", "children": []}, {"name": null, "role": "AXStaticText", "description": null, "role_description": "text", "value": "", "position": "440.00;13259.00", "size": "129;16", "children": []}, {"name": null, "role": "AXStaticText", "description": null, "role_description": "text", "value": "", "position": "570.00;13259.00", "size": "129;16", "children": []}, {"name": null, "role": "AXStaticText", "description": null, "role_description": "text", "value": "File", "position": "700.00;13259.00", "size": "129;16", "children": []}, {"name": null, "role": "AXStaticText", "description": null, "role_description": "text", "value": " ", "position": "830.00;13259.00", "size": "49;16", "children": []}]}, {"name": null, "role": "AXRow", "description": null, "role_description": "outline row", "value": null, "position": "200.00;13276.00", "size": "695;17", "children": [{"name": null, "role": "AXStaticText", "description": null, "role_description": "text", "value": "New (Product Configuration)", "position": "218.00;13276.00", "size": "221;16", "children": []}, {"name": null, "role": "AXStaticText", "description": null, "role_description": "text", "value": "", "position": "440.00;13276.00", "size": "129;16", "children": []}, {"name": null, "role": "AXStaticText", "description": null, "role_description": "text", "value": "", "position": "570.00;13276.00", "size": "129;16", "children": []}, {"name": null, "role": "AXStaticText", "description": null, "role_description": "text", "value": "File", "position": "700.00;13276.00", "size": "129;16", "children": []}, {"name": null, "role": "AXStaticText", "description": null, "role_description": "text", "value": " ", "position": "830.00;13276.00", "size": "49;16", "children": []}]}, {"name": null, "role": "AXRow", "description": null, "role_description": "outline row", "value": null, "position": "200.00;13293.00", "size": "695;17", "children": [{"name": null, "role": "AXStaticText", "description": null, "role_description": "text", "value": "New (Project)", "position": "218.00;13293.00", "size": "221;16", "children": []}, {"name": null, "role": "AXStaticText", "description": null, "role_description": "text", "value": "", "position": "440.00;13293.00", "size": "129;16", "children": []}, {"name": null, "role": "AXStaticText", "description": null, "role_description": "text", "value": "", "position": "570.00;13293.00", "size": "129;16", "children": []}, {"name": null, "role": "AXStaticText", "description": null, "role_description": "text", "value": "File", "position": "700.00;13293.00", "size": "129;16", "children": []}, {"name": null, "role": "AXStaticText", "description": null, "role_description": "text", "value": " ", "position": "830.00;13293.00", "size": "49;16", "children": []}]}, {"name": null, "role": "AXRow", "description": null, "role_description": "outline row", "value": null, "position": "200.00;13310.00", "size": "695;17", "children": [{"name": null, "role": "AXStaticText", "description": null, "role_description": "text", "value": "New (Properties Environment Model)", "position": "218.00;13310.00", "size": "221;16", "children": []}, {"name": null, "role": "AXStaticText", "description": null, "role_description": "text", "value": "", "position": "440.00;13310.00", "size": "129;16", "children": []}, {"name": null, "role": "AXStaticText", "description": null, "role_description": "text", "value": "", "position": "570.00;13310.00", "size": "129;16", "children": []}, {"name": null, "role": "AXStaticText", "description": null, "role_description": "text", "value": "File", "position": "700.00;13310.00", "size": "129;16", "children": []}, {"name": null, "role": "AXStaticText", "description": null, "role_description": "text", "value": " ", "position": "830.00;13310.00", "size": "49;16", "children": []}]}, {"name": null, "role": "AXRow", "description": null, "role_description": "outline row", "value": null, "position": "200.00;13327.00", "size": "695;17", "children": [{"name": null, "role": "AXStaticText", "description": null, "role_description": "text", "value": "New (Query Statements Example)", "position": "218.00;13327.00", "size": "221;16", "children": []}, {"name": null, "role": "AXStaticText", "description": null, "role_description": "text", "value": "", "position": "440.00;13327.00", "size": "129;16", "children": []}, {"name": null, "role": "AXStaticText", "description": null, "role_description": "text", "value": "", "position": "570.00;13327.00", "size": "129;16", "children": []}, {"name": null, "role": "AXStaticText", "description": null, "role_description": "text", "value": "File", "position": "700.00;13327.00", "size": "129;16", "children": []}, {"name": null, "role": "AXStaticText", "description": null, "role_description": "text", "value": " ", "position": "830.00;13327.00", "size": "49;16", "children": []}]}, {"name": null, "role": "AXRow", "description": null, "role_description": "outline row", "value": null, "position": "200.00;13344.00", "size": "695;17", "children": [{"name": null, "role": "AXStaticText", "description": null, "role_description": "text", "value": "New (Record)", "position": "218.00;13344.00", "size": "221;16", "children": []}, {"name": null, "role": "AXStaticText", "description": null, "role_description": "text", "value": "", "position": "440.00;13344.00", "size": "129;16", "children": []}, {"name": null, "role": "AXStaticText", "description": null, "role_description": "text", "value": "", "position": "570.00;13344.00", "size": "129;16", "children": []}, {"name": null, "role": "AXStaticText", "description": null, "role_description": "text", "value": "File", "position": "700.00;13344.00", "size": "129;16", "children": []}, {"name": null, "role": "AXStaticText", "description": null, "role_description": "text", "value": " ", "position": "830.00;13344.00", "size": "49;16", "children": []}]}, {"name": null, "role": "AXRow", "description": null, "role_description": "outline row", "value": null, "position": "200.00;13361.00", "size": "695;17", "children": [{"name": null, "role": "AXStaticText", "description": null, "role_description": "text", "value": "New (Review Decorator Provider)", "position": "218.00;13361.00", "size": "221;16", "children": []}, {"name": null, "role": "AXStaticText", "description": null, "role_description": "text", "value": "", "position": "440.00;13361.00", "size": "129;16", "children": []}, {"name": null, "role": "AXStaticText", "description": null, "role_description": "text", "value": "", "position": "570.00;13361.00", "size": "129;16", "children": []}, {"name": null, "role": "AXStaticText", "description": null, "role_description": "text", "value": "File", "position": "700.00;13361.00", "size": "129;16", "children": []}, {"name": null, "role": "AXStaticText", "description": null, "role_description": "text", "value": " ", "position": "830.00;13361.00", "size": "49;16", "children": []}]}, {"name": null, "role": "AXRow", "description": null, "role_description": "outline row", "value": null, "position": "200.00;13378.00", "size": "695;17", "children": [{"name": null, "role": "AXStaticText", "description": null, "role_description": "text", "value": "New (Scrapbook Page)", "position": "218.00;13378.00", "size": "221;16", "children": []}, {"name": null, "role": "AXStaticText", "description": null, "role_description": "text", "value": "", "position": "440.00;13378.00", "size": "129;16", "children": []}, {"name": null, "role": "AXStaticText", "description": null, "role_description": "text", "value": "", "position": "570.00;13378.00", "size": "129;16", "children": []}, {"name": null, "role": "AXStaticText", "description": null, "role_description": "text", "value": "File", "position": "700.00;13378.00", "size": "129;16", "children": []}, {"name": null, "role": "AXStaticText", "description": null, "role_description": "text", "value": " ", "position": "830.00;13378.00", "size": "49;16", "children": []}]}, {"name": null, "role": "AXRow", "description": null, "role_description": "outline row", "value": null, "position": "200.00;13395.00", "size": "695;17", "children": [{"name": null, "role": "AXStaticText", "description": null, "role_description": "text", "value": "New (Semantic Model)", "position": "218.00;13395.00", "size": "221;16", "children": []}, {"name": null, "role": "AXStaticText", "description": null, "role_description": "text", "value": "", "position": "440.00;13395.00", "size": "129;16", "children": []}, {"name": null, "role": "AXStaticText", "description": null, "role_description": "text", "value": "", "position": "570.00;13395.00", "size": "129;16", "children": []}, {"name": null, "role": "AXStaticText", "description": null, "role_description": "text", "value": "File", "position": "700.00;13395.00", "size": "129;16", "children": []}, {"name": null, "role": "AXStaticText", "description": null, "role_description": "text", "value": " ", "position": "830.00;13395.00", "size": "49;16", "children": []}]}, {"name": null, "role": "AXRow", "description": null, "role_description": "outline row", "value": null, "position": "200.00;13412.00", "size": "695;17", "children": [{"name": null, "role": "AXStaticText", "description": null, "role_description": "text", "value": "New (Source Folder)", "position": "218.00;13412.00", "size": "221;16", "children": []}, {"name": null, "role": "AXStaticText", "description": null, "role_description": "text", "value": "", "position": "440.00;13412.00", "size": "129;16", "children": []}, {"name": null, "role": "AXStaticText", "description": null, "role_description": "text", "value": "", "position": "570.00;13412.00", "size": "129;16", "children": []}, {"name": null, "role": "AXStaticText", "description": null, "role_description": "text", "value": "File", "position": "700.00;13412.00", "size": "129;16", "children": []}, {"name": null, "role": "AXStaticText", "description": null, "role_description": "text", "value": " ", "position": "830.00;13412.00", "size": "49;16", "children": []}]}, {"name": null, "role": "AXRow", "description": null, "role_description": "outline row", "value": null, "position": "200.00;13429.00", "size": "695;17", "children": [{"name": null, "role": "AXStaticText", "description": null, "role_description": "text", "value": "New (Square Layout Provider)", "position": "218.00;13429.00", "size": "221;16", "children": []}, {"name": null, "role": "AXStaticText", "description": null, "role_description": "text", "value": "", "position": "440.00;13429.00", "size": "129;16", "children": []}, {"name": null, "role": "AXStaticText", "description": null, "role_description": "text", "value": "", "position": "570.00;13429.00", "size": "129;16", "children": []}, {"name": null, "role": "AXStaticText", "description": null, "role_description": "text", "value": "File", "position": "700.00;13429.00", "size": "129;16", "children": []}, {"name": null, "role": "AXStaticText", "description": null, "role_description": "text", "value": " ", "position": "830.00;13429.00", "size": "49;16", "children": []}]}, {"name": null, "role": "AXRow", "description": null, "role_description": "outline row", "value": null, "position": "200.00;13446.00", "size": "695;17", "children": [{"name": null, "role": "AXStaticText", "description": null, "role_description": "text", "value": "New (Table Configuration Model)", "position": "218.00;13446.00", "size": "221;16", "children": []}, {"name": null, "role": "AXStaticText", "description": null, "role_description": "text", "value": "", "position": "440.00;13446.00", "size": "129;16", "children": []}, {"name": null, "role": "AXStaticText", "description": null, "role_description": "text", "value": "", "position": "570.00;13446.00", "size": "129;16", "children": []}, {"name": null, "role": "AXStaticText", "description": null, "role_description": "text", "value": "File", "position": "700.00;13446.00", "size": "129;16", "children": []}, {"name": null, "role": "AXStaticText", "description": null, "role_description": "text", "value": " ", "position": "830.00;13446.00", "size": "49;16", "children": []}]}, {"name": null, "role": "AXRow", "description": null, "role_description": "outline row", "value": null, "position": "200.00;13463.00", "size": "695;17", "children": [{"name": null, "role": "AXStaticText", "description": null, "role_description": "text", "value": "New (Target Definition)", "position": "218.00;13463.00", "size": "221;16", "children": []}, {"name": null, "role": "AXStaticText", "description": null, "role_description": "text", "value": "", "position": "440.00;13463.00", "size": "129;16", "children": []}, {"name": null, "role": "AXStaticText", "description": null, "role_description": "text", "value": "", "position": "570.00;13463.00", "size": "129;16", "children": []}, {"name": null, "role": "AXStaticText", "description": null, "role_description": "text", "value": "File", "position": "700.00;13463.00", "size": "129;16", "children": []}, {"name": null, "role": "AXStaticText", "description": null, "role_description": "text", "value": " ", "position": "830.00;13463.00", "size": "49;16", "children": []}]}, {"name": null, "role": "AXRow", "description": null, "role_description": "outline row", "value": null, "position": "200.00;13480.00", "size": "695;17", "children": [{"name": null, "role": "AXStaticText", "description": null, "role_description": "text", "value": "New (UI Model)", "position": "218.00;13480.00", "size": "221;16", "children": []}, {"name": null, "role": "AXStaticText", "description": null, "role_description": "text", "value": "", "position": "440.00;13480.00", "size": "129;16", "children": []}, {"name": null, "role": "AXStaticText", "description": null, "role_description": "text", "value": "", "position": "570.00;13480.00", "size": "129;16", "children": []}, {"name": null, "role": "AXStaticText", "description": null, "role_description": "text", "value": "File", "position": "700.00;13480.00", "size": "129;16", "children": []}, {"name": null, "role": "AXStaticText", "description": null, "role_description": "text", "value": " ", "position": "830.00;13480.00", "size": "49;16", "children": []}]}, {"name": null, "role": "AXRow", "description": null, "role_description": "outline row", "value": null, "position": "200.00;13497.00", "size": "695;17", "children": [{"name": null, "role": "AXStaticText", "description": null, "role_description": "text", "value": "New (UML Model)", "position": "218.00;13497.00", "size": "221;16", "children": []}, {"name": null, "role": "AXStaticText", "description": null, "role_description": "text", "value": "", "position": "440.00;13497.00", "size": "129;16", "children": []}, {"name": null, "role": "AXStaticText", "description": null, "role_description": "text", "value": "", "position": "570.00;13497.00", "size": "129;16", "children": []}, {"name": null, "role": "AXStaticText", "description": null, "role_description": "text", "value": "File", "position": "700.00;13497.00", "size": "129;16", "children": []}, {"name": null, "role": "AXStaticText", "description": null, "role_description": "text", "value": " ", "position": "830.00;13497.00", "size": "49;16", "children": []}]}, {"name": null, "role": "AXRow", "description": null, "role_description": "outline row", "value": null, "position": "200.00;13514.00", "size": "695;17", "children": [{"name": null, "role": "AXStaticText", "description": null, "role_description": "text", "value": "New (Untitled Text File)", "position": "218.00;13514.00", "size": "221;16", "children": []}, {"name": null, "role": "AXStaticText", "description": null, "role_description": "text", "value": "", "position": "440.00;13514.00", "size": "129;16", "children": []}, {"name": null, "role": "AXStaticText", "description": null, "role_description": "text", "value": "", "position": "570.00;13514.00", "size": "129;16", "children": []}, {"name": null, "role": "AXStaticText", "description": null, "role_description": "text", "value": "File", "position": "700.00;13514.00", "size": "129;16", "children": []}, {"name": null, "role": "AXStaticText", "description": null, "role_description": "text", "value": " ", "position": "830.00;13514.00", "size": "49;16", "children": []}]}, {"name": null, "role": "AXRow", "description": null, "role_description": "outline row", "value": null, "position": "200.00;13531.00", "size": "695;17", "children": [{"name": null, "role": "AXStaticText", "description": null, "role_description": "text", "value": "New (Update Site Project)", "position": "218.00;13531.00", "size": "221;16", "children": []}, {"name": null, "role": "AXStaticText", "description": null, "role_description": "text", "value": "", "position": "440.00;13531.00", "size": "129;16", "children": []}, {"name": null, "role": "AXStaticText", "description": null, "role_description": "text", "value": "", "position": "570.00;13531.00", "size": "129;16", "children": []}, {"name": null, "role": "AXStaticText", "description": null, "role_description": "text", "value": "File", "position": "700.00;13531.00", "size": "129;16", "children": []}, {"name": null, "role": "AXStaticText", "description": null, "role_description": "text", "value": " ", "position": "830.00;13531.00", "size": "49;16", "children": []}]}, {"name": null, "role": "AXRow", "description": null, "role_description": "outline row", "value": null, "position": "200.00;13548.00", "size": "695;17", "children": [{"name": null, "role": "AXStaticText", "description": null, "role_description": "text", "value": "New (Validation Adapter Example)", "position": "218.00;13548.00", "size": "221;16", "children": []}, {"name": null, "role": "AXStaticText", "description": null, "role_description": "text", "value": "", "position": "440.00;13548.00", "size": "129;16", "children": []}, {"name": null, "role": "AXStaticText", "description": null, "role_description": "text", "value": "", "position": "570.00;13548.00", "size": "129;16", "children": []}, {"name": null, "role": "AXStaticText", "description": null, "role_description": "text", "value": "File", "position": "700.00;13548.00", "size": "129;16", "children": []}, {"name": null, "role": "AXStaticText", "description": null, "role_description": "text", "value": " ", "position": "830.00;13548.00", "size": "49;16", "children": []}]}, {"name": null, "role": "AXRow", "description": null, "role_description": "outline row", "value": null, "position": "200.00;13565.00", "size": "695;17", "children": [{"name": null, "role": "AXStaticText", "description": null, "role_description": "text", "value": "New (Workspace Integration Example)", "position": "218.00;13565.00", "size": "221;16", "children": []}, {"name": null, "role": "AXStaticText", "description": null, "role_description": "text", "value": "", "position": "440.00;13565.00", "size": "129;16", "children": []}, {"name": null, "role": "AXStaticText", "description": null, "role_description": "text", "value": "", "position": "570.00;13565.00", "size": "129;16", "children": []}, {"name": null, "role": "AXStaticText", "description": null, "role_description": "text", "value": "File", "position": "700.00;13565.00", "size": "129;16", "children": []}, {"name": null, "role": "AXStaticText", "description": null, "role_description": "text", "value": " ", "position": "830.00;13565.00", "size": "49;16", "children": []}]}, {"name": null, "role": "AXRow", "description": null, "role_description": "outline row", "value": null, "position": "200.00;13582.00", "size": "695;17", "children": [{"name": null, "role": "AXStaticText", "description": null, "role_description": "text", "value": "New (XML Schema Example)", "position": "218.00;13582.00", "size": "221;16", "children": []}, {"name": null, "role": "AXStaticText", "description": null, "role_description": "text", "value": "", "position": "440.00;13582.00", "size": "129;16", "children": []}, {"name": null, "role": "AXStaticText", "description": null, "role_description": "text", "value": "", "position": "570.00;13582.00", "size": "129;16", "children": []}, {"name": null, "role": "AXStaticText", "description": null, "role_description": "text", "value": "File", "position": "700.00;13582.00", "size": "129;16", "children": []}, {"name": null, "role": "AXStaticText", "description": null, "role_description": "text", "value": " ", "position": "830.00;13582.00", "size": "49;16", "children": []}]}, {"name": null, "role": "AXRow", "description": null, "role_description": "outline row", "value": null, "position": "200.00;13599.00", "size": "695;17", "children": [{"name": null, "role": "AXStaticText", "description": null, "role_description": "text", "value": "New (XSD Model)", "position": "218.00;13599.00", "size": "221;16", "children": []}, {"name": null, "role": "AXStaticText", "description": null, "role_description": "text", "value": "", "position": "440.00;13599.00", "size": "129;16", "children": []}, {"name": null, "role": "AXStaticText", "description": null, "role_description": "text", "value": "", "position": "570.00;13599.00", "size": "129;16", "children": []}, {"name": null, "role": "AXStaticText", "description": null, "role_description": "text", "value": "File", "position": "700.00;13599.00", "size": "129;16", "children": []}, {"name": null, "role": "AXStaticText", "description": null, "role_description": "text", "value": " ", "position": "830.00;13599.00", "size": "49;16", "children": []}]}, {"name": null, "role": "AXRow", "description": null, "role_description": "outline row", "value": null, "position": "200.00;13616.00", "size": "695;17", "children": [{"name": null, "role": "AXStaticText", "description": null, "role_description": "text", "value": "New menu", "position": "218.00;13616.00", "size": "221;16", "children": []}, {"name": null, "role": "AXStaticText", "description": null, "role_description": "text", "value": "⌥⌘N", "position": "440.00;13616.00", "size": "129;16", "children": []}, {"name": null, "role": "AXStaticText", "description": null, "role_description": "text", "value": "In Windows", "position": "570.00;13616.00", "size": "129;16", "children": []}, {"name": null, "role": "AXStaticText", "description": null, "role_description": "text", "value": "File", "position": "700.00;13616.00", "size": "129;16", "children": []}, {"name": null, "role": "AXStaticText", "description": null, "role_description": "text", "value": " ", "position": "830.00;13616.00", "size": "49;16", "children": []}]}, {"name": null, "role": "AXRow", "description": null, "role_description": "outline row", "value": null, "position": "200.00;13633.00", "size": "695;17", "children": [{"name": null, "role": "AXStaticText", "description": null, "role_description": "text", "value": "New PapyII Profile Diagram( Papyrus II)", "position": "218.00;13633.00", "size": "221;16", "children": []}, {"name": null, "role": "AXStaticText", "description": null, "role_description": "text", "value": "", "position": "440.00;13633.00", "size": "129;16", "children": []}, {"name": null, "role": "AXStaticText", "description": null, "role_description": "text", "value": "", "position": "570.00;13633.00", "size": "129;16", "children": []}, {"name": null, "role": "AXStaticText", "description": null, "role_description": "text", "value": "Papyrus Category", "position": "700.00;13633.00", "size": "129;16", "children": []}, {"name": null, "role": "AXStaticText", "description": null, "role_description": "text", "value": " ", "position": "830.00;13633.00", "size": "49;16", "children": []}]}, {"name": null, "role": "AXRow", "description": null, "role_description": "outline row", "value": null, "position": "200.00;13650.00", "size": "695;17", "children": [{"name": null, "role": "AXStaticText", "description": null, "role_description": "text", "value": "New Rendering", "position": "218.00;13650.00", "size": "221;16", "children": []}, {"name": null, "role": "AXStaticText", "description": null, "role_description": "text", "value": "⌘N", "position": "440.00;13650.00", "size": "129;16", "children": []}, {"name": null, "role": "AXStaticText", "description": null, "role_description": "text", "value": "In Memory View", "position": "570.00;13650.00", "size": "129;16", "children": []}, {"name": null, "role": "AXStaticText", "description": null, "role_description": "text", "value": "Run/Debug", "position": "700.00;13650.00", "size": "129;16", "children": []}, {"name": null, "role": "AXStaticText", "description": null, "role_description": "text", "value": " ", "position": "830.00;13650.00", "size": "49;16", "children": []}]}, {"name": null, "role": "AXRow", "description": null, "role_description": "outline row", "value": null, "position": "200.00;13667.00", "size": "695;17", "children": [{"name": null, "role": "AXStaticText", "description": null, "role_description": "text", "value": "New Window", "position": "218.00;13667.00", "size": "221;16", "children": []}, {"name": null, "role": "AXStaticText", "description": null, "role_description": "text", "value": "", "position": "440.00;13667.00", "size": "129;16", "children": []}, {"name": null, "role": "AXStaticText", "description": null, "role_description": "text", "value": "", "position": "570.00;13667.00", "size": "129;16", "children": []}, {"name": null, "role": "AXStaticText", "description": null, "role_description": "text", "value": "Window", "position": "700.00;13667.00", "size": "129;16", "children": []}, {"name": null, "role": "AXStaticText", "description": null, "role_description": "text", "value": " ", "position": "830.00;13667.00", "size": "49;16", "children": []}]}, {"name": null, "role": "AXRow", "description": null, "role_description": "outline row", "value": null, "position": "200.00;13684.00", "size": "695;17", "children": [{"name": null, "role": "AXStaticText", "description": null, "role_description": "text", "value": "Next", "position": "218.00;13684.00", "size": "221;16", "children": []}, {"name": null, "role": "AXStaticText", "description": null, "role_description": "text", "value": "⌘.", "position": "440.00;13684.00", "size": "129;16", "children": []}, {"name": null, "role": "AXStaticText", "description": null, "role_description": "text", "value": "In Windows", "position": "570.00;13684.00", "size": "129;16", "children": []}, {"name": null, "role": "AXStaticText", "description": null, "role_description": "text", "value": "Navigate", "position": "700.00;13684.00", "size": "129;16", "children": []}, {"name": null, "role": "AXStaticText", "description": null, "role_description": "text", "value": " ", "position": "830.00;13684.00", "size": "49;16", "children": []}]}, {"name": null, "role": "AXRow", "description": null, "role_description": "outline row", "value": null, "position": "200.00;13701.00", "size": "695;17", "children": [{"name": null, "role": "AXStaticText", "description": null, "role_description": "text", "value": "Next Column", "position": "218.00;13701.00", "size": "221;16", "children": []}, {"name": null, "role": "AXStaticText", "description": null, "role_description": "text", "value": "", "position": "440.00;13701.00", "size": "129;16", "children": []}, {"name": null, "role": "AXStaticText", "description": null, "role_description": "text", "value": "", "position": "570.00;13701.00", "size": "129;16", "children": []}, {"name": null, "role": "AXStaticText", "description": null, "role_description": "text", "value": "Text Editing", "position": "700.00;13701.00", "size": "129;16", "children": []}, {"name": null, "role": "AXStaticText", "description": null, "role_description": "text", "value": " ", "position": "830.00;13701.00", "size": "49;16", "children": []}]}, {"name": null, "role": "AXRow", "description": null, "role_description": "outline row", "value": null, "position": "200.00;13718.00", "size": "695;17", "children": [{"name": null, "role": "AXStaticText", "description": null, "role_description": "text", "value": "Next Edit Location", "position": "218.00;13718.00", "size": "221;16", "children": []}, {"name": null, "role": "AXStaticText", "description": null, "role_description": "text", "value": "⌃⌥→", "position": "440.00;13718.00", "size": "129;16", "children": []}, {"name": null, "role": "AXStaticText", "description": null, "role_description": "text", "value": "In Windows", "position": "570.00;13718.00", "size": "129;16", "children": []}, {"name": null, "role": "AXStaticText", "description": null, "role_description": "text", "value": "Navigate", "position": "700.00;13718.00", "size": "129;16", "children": []}, {"name": null, "role": "AXStaticText", "description": null, "role_description": "text", "value": " ", "position": "830.00;13718.00", "size": "49;16", "children": []}]}, {"name": null, "role": "AXRow", "description": null, "role_description": "outline row", "value": null, "position": "200.00;13735.00", "size": "695;17", "children": [{"name": null, "role": "AXStaticText", "description": null, "role_description": "text", "value": "Next Editor", "position": "218.00;13735.00", "size": "221;16", "children": []}, {"name": null, "role": "AXStaticText", "description": null, "role_description": "text", "value": "⌘F6", "position": "440.00;13735.00", "size": "129;16", "children": []}, {"name": null, "role": "AXStaticText", "description": null, "role_description": "text", "value": "In Windows", "position": "570.00;13735.00", "size": "129;16", "children": []}, {"name": null, "role": "AXStaticText", "description": null, "role_description": "text", "value": "Window", "position": "700.00;13735.00", "size": "129;16", "children": []}, {"name": null, "role": "AXStaticText", "description": null, "role_description": "text", "value": " ", "position": "830.00;13735.00", "size": "49;16", "children": []}]}, {"name": null, "role": "AXRow", "description": null, "role_description": "outline row", "value": null, "position": "200.00;13752.00", "size": "695;17", "children": [{"name": null, "role": "AXStaticText", "description": null, "role_description": "text", "value": "Next Memory Monitor", "position": "218.00;13752.00", "size": "221;16", "children": []}, {"name": null, "role": "AXStaticText", "description": null, "role_description": "text", "value": "⌥⌘N", "position": "440.00;13752.00", "size": "129;16", "children": []}, {"name": null, "role": "AXStaticText", "description": null, "role_description": "text", "value": "In Memory View", "position": "570.00;13752.00", "size": "129;16", "children": []}, {"name": null, "role": "AXStaticText", "description": null, "role_description": "text", "value": "Run/Debug", "position": "700.00;13752.00", "size": "129;16", "children": []}, {"name": null, "role": "AXStaticText", "description": null, "role_description": "text", "value": " ", "position": "830.00;13752.00", "size": "49;16", "children": []}]}, {"name": null, "role": "AXRow", "description": null, "role_description": "outline row", "value": null, "position": "200.00;13769.00", "size": "695;17", "children": [{"name": null, "role": "AXStaticText", "description": null, "role_description": "text", "value": "Next Page", "position": "218.00;13769.00", "size": "221;16", "children": []}, {"name": null, "role": "AXStaticText", "description": null, "role_description": "text", "value": "⌥F7", "position": "440.00;13769.00", "size": "129;16", "children": []}, {"name": null, "role": "AXStaticText", "description": null, "role_description": "text", "value": "In Windows", "position": "570.00;13769.00", "size": "129;16", "children": []}, {"name": null, "role": "AXStaticText", "description": null, "role_description": "text", "value": "Navigate", "position": "700.00;13769.00", "size": "129;16", "children": []}, {"name": null, "role": "AXStaticText", "description": null, "role_description": "text", "value": " ", "position": "830.00;13769.00", "size": "49;16", "children": []}]}, {"name": null, "role": "AXRow", "description": null, "role_description": "outline row", "value": null, "position": "200.00;13786.00", "size": "695;17", "children": [{"name": null, "role": "AXStaticText", "description": null, "role_description": "text", "value": "Next Page of Memory", "position": "218.00;13786.00", "size": "221;16", "children": []}, {"name": null, "role": "AXStaticText", "description": null, "role_description": "text", "value": "⇧⌘.", "position": "440.00;13786.00", "size": "129;16", "children": []}, {"name": null, "role": "AXStaticText", "description": null, "role_description": "text", "value": "In Table Memory Rendering", "position": "570.00;13786.00", "size": "129;16", "children": []}, {"name": null, "role": "AXStaticText", "description": null, "role_description": "text", "value": "Run/Debug", "position": "700.00;13786.00", "size": "129;16", "children": []}, {"name": null, "role": "AXStaticText", "description": null, "role_description": "text", "value": " ", "position": "830.00;13786.00", "size": "49;16", "children": []}]}, {"name": null, "role": "AXRow", "description": null, "role_description": "outline row", "value": null, "position": "200.00;13803.00", "size": "695;17", "children": [{"name": null, "role": "AXStaticText", "description": null, "role_description": "text", "value": "Next Perspective", "position": "218.00;13803.00", "size": "221;16", "children": []}, {"name": null, "role": "AXStaticText", "description": null, "role_description": "text", "value": "⌘F8", "position": "440.00;13803.00", "size": "129;16", "children": []}, {"name": null, "role": "AXStaticText", "description": null, "role_description": "text", "value": "In Windows", "position": "570.00;13803.00", "size": "129;16", "children": []}, {"name": null, "role": "AXStaticText", "description": null, "role_description": "text", "value": "Window", "position": "700.00;13803.00", "size": "129;16", "children": []}, {"name": null, "role": "AXStaticText", "description": null, "role_description": "text", "value": " ", "position": "830.00;13803.00", "size": "49;16", "children": []}]}, {"name": null, "role": "AXRow", "description": null, "role_description": "outline row", "value": null, "position": "200.00;13820.00", "size": "695;17", "children": [{"name": null, "role": "AXStaticText", "description": null, "role_description": "text", "value": "Next Sub-Tab", "position": "218.00;13820.00", "size": "221;16", "children": []}, {"name": null, "role": "AXStaticText", "description": null, "role_description": "text", "value": "⌥⇟", "position": "440.00;13820.00", "size": "129;16", "children": []}, {"name": null, "role": "AXStaticText", "description": null, "role_description": "text", "value": "In Dialogs and Windows", "position": "570.00;13820.00", "size": "129;16", "children": []}, {"name": null, "role": "AXStaticText", "description": null, "role_description": "text", "value": "Navigate", "position": "700.00;13820.00", "size": "129;16", "children": []}, {"name": null, "role": "AXStaticText", "description": null, "role_description": "text", "value": " ", "position": "830.00;13820.00", "size": "49;16", "children": []}]}, {"name": null, "role": "AXRow", "description": null, "role_description": "outline row", "value": null, "position": "200.00;13837.00", "size": "695;17", "children": [{"name": null, "role": "AXStaticText", "description": null, "role_description": "text", "value": "Next Tab", "position": "218.00;13837.00", "size": "221;16", "children": []}, {"name": null, "role": "AXStaticText", "description": null, "role_description": "text", "value": "⌃Tab", "position": "440.00;13837.00", "size": "129;16", "children": []}, {"name": null, "role": "AXStaticText", "description": null, "role_description": "text", "value": "In Windows", "position": "570.00;13837.00", "size": "129;16", "children": []}, {"name": null, "role": "AXStaticText", "description": null, "role_description": "text", "value": "Navigate", "position": "700.00;13837.00", "size": "129;16", "children": []}, {"name": null, "role": "AXStaticText", "description": null, "role_description": "text", "value": " ", "position": "830.00;13837.00", "size": "49;16", "children": []}]}, {"name": null, "role": "AXRow", "description": null, "role_description": "outline row", "value": null, "position": "200.00;13854.00", "size": "695;17", "children": [{"name": null, "role": "AXStaticText", "description": null, "role_description": "text", "value": "Next Tab", "position": "218.00;13854.00", "size": "221;16", "children": []}, {"name": null, "role": "AXStaticText", "description": null, "role_description": "text", "value": "⌃⇟", "position": "440.00;13854.00", "size": "129;16", "children": []}, {"name": null, "role": "AXStaticText", "description": null, "role_description": "text", "value": "In Dialogs and Windows", "position": "570.00;13854.00", "size": "129;16", "children": []}, {"name": null, "role": "AXStaticText", "description": null, "role_description": "text", "value": "Navigate", "position": "700.00;13854.00", "size": "129;16", "children": []}, {"name": null, "role": "AXStaticText", "description": null, "role_description": "text", "value": " ", "position": "830.00;13854.00", "size": "49;16", "children": []}]}, {"name": null, "role": "AXRow", "description": null, "role_description": "outline row", "value": null, "position": "200.00;13871.00", "size": "695;17", "children": [{"name": null, "role": "AXStaticText", "description": null, "role_description": "text", "value": "Next View", "position": "218.00;13871.00", "size": "221;16", "children": []}, {"name": null, "role": "AXStaticText", "description": null, "role_description": "text", "value": "⌘F7", "position": "440.00;13871.00", "size": "129;16", "children": []}, {"name": null, "role": "AXStaticText", "description": null, "role_description": "text", "value": "In Windows", "position": "570.00;13871.00", "size": "129;16", "children": []}, {"name": null, "role": "AXStaticText", "description": null, "role_description": "text", "value": "Window", "position": "700.00;13871.00", "size": "129;16", "children": []}, {"name": null, "role": "AXStaticText", "description": null, "role_description": "text", "value": " ", "position": "830.00;13871.00", "size": "49;16", "children": []}]}, {"name": null, "role": "AXRow", "description": null, "role_description": "outline row", "value": null, "position": "200.00;13888.00", "size": "695;17", "children": [{"name": null, "role": "AXStaticText", "description": null, "role_description": "text", "value": "Next Word", "position": "218.00;13888.00", "size": "221;16", "children": []}, {"name": null, "role": "AXStaticText", "description": null, "role_description": "text", "value": "⌥→", "position": "440.00;13888.00", "size": "129;16", "children": []}, {"name": null, "role": "AXStaticText", "description": null, "role_description": "text", "value": "Editing Text", "position": "570.00;13888.00", "size": "129;16", "children": []}, {"name": null, "role": "AXStaticText", "description": null, "role_description": "text", "value": "Text Editing", "position": "700.00;13888.00", "size": "129;16", "children": []}, {"name": null, "role": "AXStaticText", "description": null, "role_description": "text", "value": " ", "position": "830.00;13888.00", "size": "49;16", "children": []}]}, {"name": null, "role": "AXRow", "description": null, "role_description": "outline row", "value": null, "position": "200.00;13905.00", "size": "695;17", "children": [{"name": null, "role": "AXStaticText", "description": null, "role_description": "text", "value": "Next Word", "position": "218.00;13905.00", "size": "221;16", "children": []}, {"name": null, "role": "AXStaticText", "description": null, "role_description": "text", "value": "⌥→", "position": "440.00;13905.00", "size": "129;16", "children": []}, {"name": null, "role": "AXStaticText", "description": null, "role_description": "text", "value": "Embedded Xtext Editor context", "position": "570.00;13905.00", "size": "129;16", "children": []}, {"name": null, "role": "AXStaticText", "description": null, "role_description": "text", "value": "Text Editing", "position": "700.00;13905.00", "size": "129;16", "children": []}, {"name": null, "role": "AXStaticText", "description": null, "role_description": "text", "value": " ", "position": "830.00;13905.00", "size": "49;16", "children": []}]}, {"name": null, "role": "AXRow", "description": null, "role_description": "outline row", "value": null, "position": "200.00;13922.00", "size": "695;17", "children": [{"name": null, "role": "AXStaticText", "description": null, "role_description": "text", "value": "No Assume Unchanged", "position": "218.00;13922.00", "size": "221;16", "children": []}, {"name": null, "role": "AXStaticText", "description": null, "role_description": "text", "value": "", "position": "440.00;13922.00", "size": "129;16", "children": []}, {"name": null, "role": "AXStaticText", "description": null, "role_description": "text", "value": "", "position": "570.00;13922.00", "size": "129;16", "children": []}, {"name": null, "role": "AXStaticText", "description": null, "role_description": "text", "value": "Git", "position": "700.00;13922.00", "size": "129;16", "children": []}, {"name": null, "role": "AXStaticText", "description": null, "role_description": "text", "value": " ", "position": "830.00;13922.00", "size": "49;16", "children": []}]}, {"name": null, "role": "AXRow", "description": null, "role_description": "outline row", "value": null, "position": "200.00;13939.00", "size": "695;17", "children": [{"name": null, "role": "AXStaticText", "description": null, "role_description": "text", "value": "Oblique Style Routing Command", "position": "218.00;13939.00", "size": "221;16", "children": []}, {"name": null, "role": "AXStaticText", "description": null, "role_description": "text", "value": "", "position": "440.00;13939.00", "size": "129;16", "children": []}, {"name": null, "role": "AXStaticText", "description": null, "role_description": "text", "value": "", "position": "570.00;13939.00", "size": "129;16", "children": []}, {"name": null, "role": "AXStaticText", "description": null, "role_description": "text", "value": "Papyrus Category", "position": "700.00;13939.00", "size": "129;16", "children": []}, {"name": null, "role": "AXStaticText", "description": null, "role_description": "text", "value": " ", "position": "830.00;13939.00", "size": "49;16", "children": []}]}, {"name": null, "role": "AXRow", "description": null, "role_description": "outline row", "value": null, "position": "200.00;13956.00", "size": "695;17", "children": [{"name": null, "role": "AXStaticText", "description": null, "role_description": "text", "value": "Open", "position": "218.00;13956.00", "size": "221;16", "children": []}, {"name": null, "role": "AXStaticText", "description": null, "role_description": "text", "value": "", "position": "440.00;13956.00", "size": "129;16", "children": []}, {"name": null, "role": "AXStaticText", "description": null, "role_description": "text", "value": "", "position": "570.00;13956.00", "size": "129;16", "children": []}, {"name": null, "role": "AXStaticText", "description": null, "role_description": "text", "value": "Git", "position": "700.00;13956.00", "size": "129;16", "children": []}, {"name": null, "role": "AXStaticText", "description": null, "role_description": "text", "value": " ", "position": "830.00;13956.00", "size": "49;16", "children": []}]}, {"name": null, "role": "AXRow", "description": null, "role_description": "outline row", "value": null, "position": "200.00;13973.00", "size": "695;17", "children": [{"name": null, "role": "AXStaticText", "description": null, "role_description": "text", "value": "Open Attached Javadoc", "position": "218.00;13973.00", "size": "221;16", "children": []}, {"name": null, "role": "AXStaticText", "description": null, "role_description": "text", "value": "⇧F2", "position": "440.00;13973.00", "size": "129;16", "children": []}, {"name": null, "role": "AXStaticText", "description": null, "role_description": "text", "value": "In Windows", "position": "570.00;13973.00", "size": "129;16", "children": []}, {"name": null, "role": "AXStaticText", "description": null, "role_description": "text", "value": "Navigate", "position": "700.00;13973.00", "size": "129;16", "children": []}, {"name": null, "role": "AXStaticText", "description": null, "role_description": "text", "value": " ", "position": "830.00;13973.00", "size": "49;16", "children": []}]}, {"name": null, "role": "AXRow", "description": null, "role_description": "outline row", "value": null, "position": "200.00;13990.00", "size": "695;17", "children": [{"name": null, "role": "AXStaticText", "description": null, "role_description": "text", "value": "Open Browser", "position": "218.00;13990.00", "size": "221;16", "children": []}, {"name": null, "role": "AXStaticText", "description": null, "role_description": "text", "value": "", "position": "440.00;13990.00", "size": "129;16", "children": []}, {"name": null, "role": "AXStaticText", "description": null, "role_description": "text", "value": "", "position": "570.00;13990.00", "size": "129;16", "children": []}, {"name": null, "role": "AXStaticText", "description": null, "role_description": "text", "value": "Window", "position": "700.00;13990.00", "size": "129;16", "children": []}, {"name": null, "role": "AXStaticText", "description": null, "role_description": "text", "value": " ", "position": "830.00;13990.00", "size": "49;16", "children": []}]}, {"name": null, "role": "AXRow", "description": null, "role_description": "outline row", "value": null, "position": "200.00;14007.00", "size": "695;17", "children": [{"name": null, "role": "AXStaticText", "description": null, "role_description": "text", "value": "Open Call Hierarchy", "position": "218.00;14007.00", "size": "221;16", "children": []}, {"name": null, "role": "AXStaticText", "description": null, "role_description": "text", "value": "⌃⌥H", "position": "440.00;14007.00", "size": "129;16", "children": []}, {"name": null, "role": "AXStaticText", "description": null, "role_description": "text", "value": "In Windows", "position": "570.00;14007.00", "size": "129;16", "children": []}, {"name": null, "role": "AXStaticText", "description": null, "role_description": "text", "value": "Navigate", "position": "700.00;14007.00", "size": "129;16", "children": []}, {"name": null, "role": "AXStaticText", "description": null, "role_description": "text", "value": " ", "position": "830.00;14007.00", "size": "49;16", "children": []}]}, {"name": null, "role": "AXRow", "description": null, "role_description": "outline row", "value": null, "position": "200.00;14024.00", "size": "695;17", "children": [{"name": null, "role": "AXStaticText", "description": null, "role_description": "text", "value": "Open Cheat Sheet", "position": "218.00;14024.00", "size": "221;16", "children": []}, {"name": null, "role": "AXStaticText", "description": null, "role_description": "text", "value": "", "position": "440.00;14024.00", "size": "129;16", "children": []}, {"name": null, "role": "AXStaticText", "description": null, "role_description": "text", "value": "", "position": "570.00;14024.00", "size": "129;16", "children": []}, {"name": null, "role": "AXStaticText", "description": null, "role_description": "text", "value": "Help", "position": "700.00;14024.00", "size": "129;16", "children": []}, {"name": null, "role": "AXStaticText", "description": null, "role_description": "text", "value": " ", "position": "830.00;14024.00", "size": "49;16", "children": []}]}, {"name": null, "role": "AXRow", "description": null, "role_description": "outline row", "value": null, "position": "200.00;14041.00", "size": "695;17", "children": [{"name": null, "role": "AXStaticText", "description": null, "role_description": "text", "value": "Open Cheat Sheet (Cloning a Git Repository)", "position": "218.00;14041.00", "size": "221;16", "children": []}, {"name": null, "role": "AXStaticText", "description": null, "role_description": "text", "value": "", "position": "440.00;14041.00", "size": "129;16", "children": []}, {"name": null, "role": "AXStaticText", "description": null, "role_description": "text", "value": "", "position": "570.00;14041.00", "size": "129;16", "children": []}, {"name": null, "role": "AXStaticText", "description": null, "role_description": "text", "value": "Help", "position": "700.00;14041.00", "size": "129;16", "children": []}, {"name": null, "role": "AXStaticText", "description": null, "role_description": "text", "value": " ", "position": "830.00;14041.00", "size": "49;16", "children": []}]}, {"name": null, "role": "AXRow", "description": null, "role_description": "outline row", "value": null, "position": "200.00;14058.00", "size": "695;17", "children": [{"name": null, "role": "AXStaticText", "description": null, "role_description": "text", "value": "Open Cheat Sheet (Create a Hello World application)", "position": "218.00;14058.00", "size": "221;16", "children": []}, {"name": null, "role": "AXStaticText", "description": null, "role_description": "text", "value": "", "position": "440.00;14058.00", "size": "129;16", "children": []}, {"name": null, "role": "AXStaticText", "description": null, "role_description": "text", "value": "", "position": "570.00;14058.00", "size": "129;16", "children": []}, {"name": null, "role": "AXStaticText", "description": null, "role_description": "text", "value": "Help", "position": "700.00;14058.00", "size": "129;16", "children": []}, {"name": null, "role": "AXStaticText", "description": null, "role_description": "text", "value": " ", "position": "830.00;14058.00", "size": "49;16", "children": []}]}, {"name": null, "role": "AXRow", "description": null, "role_description": "outline row", "value": null, "position": "200.00;14075.00", "size": "695;17", "children": [{"name": null, "role": "AXStaticText", "description": null, "role_description": "text", "value": "Open Cheat Sheet (Create a Hello World SWT application)", "position": "218.00;14075.00", "size": "221;16", "children": []}, {"name": null, "role": "AXStaticText", "description": null, "role_description": "text", "value": "", "position": "440.00;14075.00", "size": "129;16", "children": []}, {"name": null, "role": "AXStaticText", "description": null, "role_description": "text", "value": "", "position": "570.00;14075.00", "size": "129;16", "children": []}, {"name": null, "role": "AXStaticText", "description": null, "role_description": "text", "value": "Help", "position": "700.00;14075.00", "size": "129;16", "children": []}, {"name": null, "role": "AXStaticText", "description": null, "role_description": "text", "value": " ", "position": "830.00;14075.00", "size": "49;16", "children": []}]}, {"name": null, "role": "AXRow", "description": null, "role_description": "outline row", "value": null, "position": "200.00;14092.00", "size": "695;17", "children": [{"name": null, "role": "AXStaticText", "description": null, "role_description": "text", "value": "Open Cheat Sheet (Create a task repository query)", "position": "218.00;14092.00", "size": "221;16", "children": []}, {"name": null, "role": "AXStaticText", "description": null, "role_description": "text", "value": "", "position": "440.00;14092.00", "size": "129;16", "children": []}, {"name": null, "role": "AXStaticText", "description": null, "role_description": "text", "value": "", "position": "570.00;14092.00", "size": "129;16", "children": []}, {"name": null, "role": "AXStaticText", "description": null, "role_description": "text", "value": "Help", "position": "700.00;14092.00", "size": "129;16", "children": []}, {"name": null, "role": "AXStaticText", "description": null, "role_description": "text", "value": " ", "position": "830.00;14092.00", "size": "49;16", "children": []}]}, {"name": null, "role": "AXRow", "description": null, "role_description": "outline row", "value": null, "position": "200.00;14109.00", "size": "695;17", "children": [{"name": null, "role": "AXStaticText", "description": null, "role_description": "text", "value": "Open Cheat Sheet (Creating an Eclipse Plug-in)", "position": "218.00;14109.00", "size": "221;16", "children": []}, {"name": null, "role": "AXStaticText", "description": null, "role_description": "text", "value": "", "position": "440.00;14109.00", "size": "129;16", "children": []}, {"name": null, "role": "AXStaticText", "description": null, "role_description": "text", "value": "", "position": "570.00;14109.00", "size": "129;16", "children": []}, {"name": null, "role": "AXStaticText", "description": null, "role_description": "text", "value": "Help", "position": "700.00;14109.00", "size": "129;16", "children": []}, {"name": null, "role": "AXStaticText", "description": null, "role_description": "text", "value": " ", "position": "830.00;14109.00", "size": "49;16", "children": []}]}, {"name": null, "role": "AXRow", "description": null, "role_description": "outline row", "value": null, "position": "200.00;14126.00", "size": "695;17", "children": [{"name": null, "role": "AXStaticText", "description": null, "role_description": "text", "value": "Open Cheat Sheet (Creating a Rich Client Application)", "position": "218.00;14126.00", "size": "221;16", "children": []}, {"name": null, "role": "AXStaticText", "description": null, "role_description": "text", "value": "", "position": "440.00;14126.00", "size": "129;16", "children": []}, {"name": null, "role": "AXStaticText", "description": null, "role_description": "text", "value": "", "position": "570.00;14126.00", "size": "129;16", "children": []}, {"name": null, "role": "AXStaticText", "description": null, "role_description": "text", "value": "Help", "position": "700.00;14126.00", "size": "129;16", "children": []}, {"name": null, "role": "AXStaticText", "description": null, "role_description": "text", "value": " ", "position": "830.00;14126.00", "size": "49;16", "children": []}]}, {"name": null, "role": "AXRow", "description": null, "role_description": "outline row", "value": null, "position": "200.00;14143.00", "size": "695;17", "children": [{"name": null, "role": "AXStaticText", "description": null, "role_description": "text", "value": "Open Cheat Sheet (Generating an EMF Model from Annotated Java)", "position": "218.00;14143.00", "size": "221;16", "children": []}, {"name": null, "role": "AXStaticText", "description": null, "role_description": "text", "value": "", "position": "440.00;14143.00", "size": "129;16", "children": []}, {"name": null, "role": "AXStaticText", "description": null, "role_description": "text", "value": "", "position": "570.00;14143.00", "size": "129;16", "children": []}, {"name": null, "role": "AXStaticText", "description": null, "role_description": "text", "value": "Help", "position": "700.00;14143.00", "size": "129;16", "children": []}, {"name": null, "role": "AXStaticText", "description": null, "role_description": "text", "value": " ", "position": "830.00;14143.00", "size": "49;16", "children": []}]}, {"name": null, "role": "AXRow", "description": null, "role_description": "outline row", "value": null, "position": "200.00;14160.00", "size": "695;17", "children": [{"name": null, "role": "AXStaticText", "description": null, "role_description": "text", "value": "Open Cheat Sheet (Generating an EMF Model from Rose)", "position": "218.00;14160.00", "size": "221;16", "children": []}, {"name": null, "role": "AXStaticText", "description": null, "role_description": "text", "value": "", "position": "440.00;14160.00", "size": "129;16", "children": []}, {"name": null, "role": "AXStaticText", "description": null, "role_description": "text", "value": "", "position": "570.00;14160.00", "size": "129;16", "children": []}, {"name": null, "role": "AXStaticText", "description": null, "role_description": "text", "value": "Help", "position": "700.00;14160.00", "size": "129;16", "children": []}, {"name": null, "role": "AXStaticText", "description": null, "role_description": "text", "value": " ", "position": "830.00;14160.00", "size": "49;16", "children": []}]}, {"name": null, "role": "AXRow", "description": null, "role_description": "outline row", "value": null, "position": "200.00;14177.00", "size": "695;17", "children": [{"name": null, "role": "AXStaticText", "description": null, "role_description": "text", "value": "Open Cheat Sheet (Generating an EMF Model from XML Schema)", "position": "218.00;14177.00", "size": "221;16", "children": []}, {"name": null, "role": "AXStaticText", "description": null, "role_description": "text", "value": "", "position": "440.00;14177.00", "size": "129;16", "children": []}, {"name": null, "role": "AXStaticText", "description": null, "role_description": "text", "value": "", "position": "570.00;14177.00", "size": "129;16", "children": []}, {"name": null, "role": "AXStaticText", "description": null, "role_description": "text", "value": "Help", "position": "700.00;14177.00", "size": "129;16", "children": []}, {"name": null, "role": "AXStaticText", "description": null, "role_description": "text", "value": " ", "position": "830.00;14177.00", "size": "49;16", "children": []}]}, {"name": null, "role": "AXRow", "description": null, "role_description": "outline row", "value": null, "position": "200.00;14194.00", "size": "695;17", "children": [{"name": null, "role": "AXStaticText", "description": null, "role_description": "text", "value": "Open Cheat Sheet (Generating an Extended EMF Model)", "position": "218.00;14194.00", "size": "221;16", "children": []}, {"name": null, "role": "AXStaticText", "description": null, "role_description": "text", "value": "", "position": "440.00;14194.00", "size": "129;16", "children": []}, {"name": null, "role": "AXStaticText", "description": null, "role_description": "text", "value": "", "position": "570.00;14194.00", "size": "129;16", "children": []}, {"name": null, "role": "AXStaticText", "description": null, "role_description": "text", "value": "Help", "position": "700.00;14194.00", "size": "129;16", "children": []}, {"name": null, "role": "AXStaticText", "description": null, "role_description": "text", "value": " ", "position": "830.00;14194.00", "size": "49;16", "children": []}]}, {"name": null, "role": "AXRow", "description": null, "role_description": "outline row", "value": null, "position": "200.00;14211.00", "size": "695;17", "children": [{"name": null, "role": "AXStaticText", "description": null, "role_description": "text", "value": "Open Cheat Sheet (Pushing to another Git Repository)", "position": "218.00;14211.00", "size": "221;16", "children": []}, {"name": null, "role": "AXStaticText", "description": null, "role_description": "text", "value": "", "position": "440.00;14211.00", "size": "129;16", "children": []}, {"name": null, "role": "AXStaticText", "description": null, "role_description": "text", "value": "", "position": "570.00;14211.00", "size": "129;16", "children": []}, {"name": null, "role": "AXStaticText", "description": null, "role_description": "text", "value": "Help", "position": "700.00;14211.00", "size": "129;16", "children": []}, {"name": null, "role": "AXStaticText", "description": null, "role_description": "text", "value": " ", "position": "830.00;14211.00", "size": "49;16", "children": []}]}, {"name": null, "role": "AXRow", "description": null, "role_description": "outline row", "value": null, "position": "200.00;14228.00", "size": "695;17", "children": [{"name": null, "role": "AXStaticText", "description": null, "role_description": "text", "value": "Open Cheat Sheet (Set up API Tools on Existing Projects)", "position": "218.00;14228.00", "size": "221;16", "children": []}, {"name": null, "role": "AXStaticText", "description": null, "role_description": "text", "value": "", "position": "440.00;14228.00", "size": "129;16", "children": []}, {"name": null, "role": "AXStaticText", "description": null, "role_description": "text", "value": "", "position": "570.00;14228.00", "size": "129;16", "children": []}, {"name": null, "role": "AXStaticText", "description": null, "role_description": "text", "value": "Help", "position": "700.00;14228.00", "size": "129;16", "children": []}, {"name": null, "role": "AXStaticText", "description": null, "role_description": "text", "value": " ", "position": "830.00;14228.00", "size": "49;16", "children": []}]}, {"name": null, "role": "AXRow", "description": null, "role_description": "outline row", "value": null, "position": "200.00;14245.00", "size": "695;17", "children": [{"name": null, "role": "AXStaticText", "description": null, "role_description": "text", "value": "Open Cheat Sheet (Work with task context)", "position": "218.00;14245.00", "size": "221;16", "children": []}, {"name": null, "role": "AXStaticText", "description": null, "role_description": "text", "value": "", "position": "440.00;14245.00", "size": "129;16", "children": []}, {"name": null, "role": "AXStaticText", "description": null, "role_description": "text", "value": "", "position": "570.00;14245.00", "size": "129;16", "children": []}, {"name": null, "role": "AXStaticText", "description": null, "role_description": "text", "value": "Help", "position": "700.00;14245.00", "size": "129;16", "children": []}, {"name": null, "role": "AXStaticText", "description": null, "role_description": "text", "value": " ", "position": "830.00;14245.00", "size": "49;16", "children": []}]}, {"name": null, "role": "AXRow", "description": null, "role_description": "outline row", "value": null, "position": "200.00;14262.00", "size": "695;17", "children": [{"name": null, "role": "AXStaticText", "description": null, "role_description": "text", "value": "Open Command", "position": "218.00;14262.00", "size": "221;16", "children": []}, {"name": null, "role": "AXStaticText", "description": null, "role_description": "text", "value": "", "position": "440.00;14262.00", "size": "129;16", "children": []}, {"name": null, "role": "AXStaticText", "description": null, "role_description": "text", "value": "", "position": "570.00;14262.00", "size": "129;16", "children": []}, {"name": null, "role": "AXStaticText", "description": null, "role_description": "text", "value": "Papyrus Category", "position": "700.00;14262.00", "size": "129;16", "children": []}, {"name": null, "role": "AXStaticText", "description": null, "role_description": "text", "value": " ", "position": "830.00;14262.00", "size": "49;16", "children": []}]}, {"name": null, "role": "AXRow", "description": null, "role_description": "outline row", "value": null, "position": "200.00;14279.00", "size": "695;17", "children": [{"name": null, "role": "AXStaticText", "description": null, "role_description": "text", "value": "Open Declaration", "position": "218.00;14279.00", "size": "221;16", "children": []}, {"name": null, "role": "AXStaticText", "description": null, "role_description": "text", "value": "F3", "position": "440.00;14279.00", "size": "129;16", "children": []}, {"name": null, "role": "AXStaticText", "description": null, "role_description": "text", "value": "Editing Ant Buildfiles", "position": "570.00;14279.00", "size": "129;16", "children": []}, {"name": null, "role": "AXStaticText", "description": null, "role_description": "text", "value": "Source", "position": "700.00;14279.00", "size": "129;16", "children": []}, {"name": null, "role": "AXStaticText", "description": null, "role_description": "text", "value": " ", "position": "830.00;14279.00", "size": "49;16", "children": []}]}, {"name": null, "role": "AXRow", "description": null, "role_description": "outline row", "value": null, "position": "200.00;14296.00", "size": "695;17", "children": [{"name": null, "role": "AXStaticText", "description": null, "role_description": "text", "value": "Open Declaration", "position": "218.00;14296.00", "size": "221;16", "children": []}, {"name": null, "role": "AXStaticText", "description": null, "role_description": "text", "value": "F3", "position": "440.00;14296.00", "size": "129;16", "children": []}, {"name": null, "role": "AXStaticText", "description": null, "role_description": "text", "value": "Editing Xtext Source", "position": "570.00;14296.00", "size": "129;16", "children": []}, {"name": null, "role": "AXStaticText", "description": null, "role_description": "text", "value": "Navigate", "position": "700.00;14296.00", "size": "129;16", "children": []}, {"name": null, "role": "AXStaticText", "description": null, "role_description": "text", "value": " ", "position": "830.00;14296.00", "size": "49;16", "children": []}]}, {"name": null, "role": "AXRow", "description": null, "role_description": "outline row", "value": null, "position": "200.00;14313.00", "size": "695;17", "children": [{"name": null, "role": "AXStaticText", "description": null, "role_description": "text", "value": "Open Declaration", "position": "218.00;14313.00", "size": "221;16", "children": []}, {"name": null, "role": "AXStaticText", "description": null, "role_description": "text", "value": "F3", "position": "440.00;14313.00", "size": "129;16", "children": []}, {"name": null, "role": "AXStaticText", "description": null, "role_description": "text", "value": "In Windows", "position": "570.00;14313.00", "size": "129;16", "children": []}, {"name": null, "role": "AXStaticText", "description": null, "role_description": "text", "value": "Navigate", "position": "700.00;14313.00", "size": "129;16", "children": []}, {"name": null, "role": "AXStaticText", "description": null, "role_description": "text", "value": " ", "position": "830.00;14313.00", "size": "49;16", "children": []}]}, {"name": null, "role": "AXRow", "description": null, "role_description": "outline row", "value": null, "position": "200.00;14330.00", "size": "695;17", "children": [{"name": null, "role": "AXStaticText", "description": null, "role_description": "text", "value": "Open External Documentation", "position": "218.00;14330.00", "size": "221;16", "children": []}, {"name": null, "role": "AXStaticText", "description": null, "role_description": "text", "value": "⇧F2", "position": "440.00;14330.00", "size": "129;16", "children": []}, {"name": null, "role": "AXStaticText", "description": null, "role_description": "text", "value": "Editing Ant Buildfiles", "position": "570.00;14330.00", "size": "129;16", "children": []}, {"name": null, "role": "AXStaticText", "description": null, "role_description": "text", "value": "Source", "position": "700.00;14330.00", "size": "129;16", "children": []}, {"name": null, "role": "AXStaticText", "description": null, "role_description": "text", "value": " ", "position": "830.00;14330.00", "size": "49;16", "children": []}]}, {"name": null, "role": "AXRow", "description": null, "role_description": "outline row", "value": null, "position": "200.00;14347.00", "size": "695;17", "children": [{"name": null, "role": "AXStaticText", "description": null, "role_description": "text", "value": "Open File...", "position": "218.00;14347.00", "size": "221;16", "children": []}, {"name": null, "role": "AXStaticText", "description": null, "role_description": "text", "value": "", "position": "440.00;14347.00", "size": "129;16", "children": []}, {"name": null, "role": "AXStaticText", "description": null, "role_description": "text", "value": "", "position": "570.00;14347.00", "size": "129;16", "children": []}, {"name": null, "role": "AXStaticText", "description": null, "role_description": "text", "value": "File", "position": "700.00;14347.00", "size": "129;16", "children": []}, {"name": null, "role": "AXStaticText", "description": null, "role_description": "text", "value": " ", "position": "830.00;14347.00", "size": "49;16", "children": []}]}, {"name": null, "role": "AXRow", "description": null, "role_description": "outline row", "value": null, "position": "200.00;14364.00", "size": "695;17", "children": [{"name": null, "role": "AXStaticText", "description": null, "role_description": "text", "value": "Open from Clipboard", "position": "218.00;14364.00", "size": "221;16", "children": []}, {"name": null, "role": "AXStaticText", "description": null, "role_description": "text", "value": "⇧⌘V", "position": "440.00;14364.00", "size": "129;16", "children": []}, {"name": null, "role": "AXStaticText", "description": null, "role_description": "text", "value": "In Windows", "position": "570.00;14364.00", "size": "129;16", "children": []}, {"name": null, "role": "AXStaticText", "description": null, "role_description": "text", "value": "Navigate", "position": "700.00;14364.00", "size": "129;16", "children": []}, {"name": null, "role": "AXStaticText", "description": null, "role_description": "text", "value": " ", "position": "830.00;14364.00", "size": "49;16", "children": []}]}, {"name": null, "role": "AXRow", "description": null, "role_description": "outline row", "value": null, "position": "200.00;14381.00", "size": "695;17", "children": [{"name": null, "role": "AXStaticText", "description": null, "role_description": "text", "value": "Open Generated File", "position": "218.00;14381.00", "size": "221;16", "children": []}, {"name": null, "role": "AXStaticText", "description": null, "role_description": "text", "value": "", "position": "440.00;14381.00", "size": "129;16", "children": []}, {"name": null, "role": "AXStaticText", "description": null, "role_description": "text", "value": "", "position": "570.00;14381.00", "size": "129;16", "children": []}, {"name": null, "role": "AXStaticText", "description": null, "role_description": "text", "value": "Editing", "position": "700.00;14381.00", "size": "129;16", "children": []}, {"name": null, "role": "AXStaticText", "description": null, "role_description": "text", "value": " ", "position": "830.00;14381.00", "size": "49;16", "children": []}]}, {"name": null, "role": "AXRow", "description": null, "role_description": "outline row", "value": null, "position": "200.00;14398.00", "size": "695;17", "children": [{"name": null, "role": "AXStaticText", "description": null, "role_description": "text", "value": "Open Git Commit", "position": "218.00;14398.00", "size": "221;16", "children": []}, {"name": null, "role": "AXStaticText", "description": null, "role_description": "text", "value": "", "position": "440.00;14398.00", "size": "129;16", "children": []}, {"name": null, "role": "AXStaticText", "description": null, "role_description": "text", "value": "", "position": "570.00;14398.00", "size": "129;16", "children": []}, {"name": null, "role": "AXStaticText", "description": null, "role_description": "text", "value": "Git", "position": "700.00;14398.00", "size": "129;16", "children": []}, {"name": null, "role": "AXStaticText", "description": null, "role_description": "text", "value": " ", "position": "830.00;14398.00", "size": "49;16", "children": []}]}, {"name": null, "role": "AXRow", "description": null, "role_description": "outline row", "value": null, "position": "200.00;14415.00", "size": "695;17", "children": [{"name": null, "role": "AXStaticText", "description": null, "role_description": "text", "value": "Open Hyperlink", "position": "218.00;14415.00", "size": "221;16", "children": []}, {"name": null, "role": "AXStaticText", "description": null, "role_description": "text", "value": "F3", "position": "440.00;14415.00", "size": "129;16", "children": []}, {"name": null, "role": "AXStaticText", "description": null, "role_description": "text", "value": "in Generic Code Editor", "position": "570.00;14415.00", "size": "129;16", "children": []}, {"name": null, "role": "AXStaticText", "description": null, "role_description": "text", "value": "Text Editing", "position": "700.00;14415.00", "size": "129;16", "children": []}, {"name": null, "role": "AXStaticText", "description": null, "role_description": "text", "value": " ", "position": "830.00;14415.00", "size": "49;16", "children": []}]}, {"name": null, "role": "AXRow", "description": null, "role_description": "outline row", "value": null, "position": "200.00;14432.00", "size": "695;17", "children": [{"name": null, "role": "AXStaticText", "description": null, "role_description": "text", "value": "Open Implementation", "position": "218.00;14432.00", "size": "221;16", "children": []}, {"name": null, "role": "AXStaticText", "description": null, "role_description": "text", "value": "", "position": "440.00;14432.00", "size": "129;16", "children": []}, {"name": null, "role": "AXStaticText", "description": null, "role_description": "text", "value": "", "position": "570.00;14432.00", "size": "129;16", "children": []}, {"name": null, "role": "AXStaticText", "description": null, "role_description": "text", "value": "Navigate", "position": "700.00;14432.00", "size": "129;16", "children": []}, {"name": null, "role": "AXStaticText", "description": null, "role_description": "text", "value": " ", "position": "830.00;14432.00", "size": "49;16", "children": []}]}, {"name": null, "role": "AXRow", "description": null, "role_description": "outline row", "value": null, "position": "200.00;14449.00", "size": "695;17", "children": [{"name": null, "role": "AXStaticText", "description": null, "role_description": "text", "value": "Open in Editor", "position": "218.00;14449.00", "size": "221;16", "children": []}, {"name": null, "role": "AXStaticText", "description": null, "role_description": "text", "value": "", "position": "440.00;14449.00", "size": "129;16", "children": []}, {"name": null, "role": "AXStaticText", "description": null, "role_description": "text", "value": "", "position": "570.00;14449.00", "size": "129;16", "children": []}, {"name": null, "role": "AXStaticText", "description": null, "role_description": "text", "value": "Git", "position": "700.00;14449.00", "size": "129;16", "children": []}, {"name": null, "role": "AXStaticText", "description": null, "role_description": "text", "value": " ", "position": "830.00;14449.00", "size": "49;16", "children": []}]}, {"name": null, "role": "AXRow", "description": null, "role_description": "outline row", "value": null, "position": "200.00;14466.00", "size": "695;17", "children": [{"name": null, "role": "AXStaticText", "description": null, "role_description": "text", "value": "Open In New Tab Command", "position": "218.00;14466.00", "size": "221;16", "children": []}, {"name": null, "role": "AXStaticText", "description": null, "role_description": "text", "value": "", "position": "440.00;14466.00", "size": "129;16", "children": []}, {"name": null, "role": "AXStaticText", "description": null, "role_description": "text", "value": "", "position": "570.00;14466.00", "size": "129;16", "children": []}, {"name": null, "role": "AXStaticText", "description": null, "role_description": "text", "value": "Papyrus Category", "position": "700.00;14466.00", "size": "129;16", "children": []}, {"name": null, "role": "AXStaticText", "description": null, "role_description": "text", "value": " ", "position": "830.00;14466.00", "size": "49;16", "children": []}]}, {"name": null, "role": "AXRow", "description": null, "role_description": "outline row", "value": null, "position": "200.00;14483.00", "size": "695;17", "children": [{"name": null, "role": "AXStaticText", "description": null, "role_description": "text", "value": "Open Input Dialog", "position": "218.00;14483.00", "size": "221;16", "children": []}, {"name": null, "role": "AXStaticText", "description": null, "role_description": "text", "value": "", "position": "440.00;14483.00", "size": "129;16", "children": []}, {"name": null, "role": "AXStaticText", "description": null, "role_description": "text", "value": "", "position": "570.00;14483.00", "size": "129;16", "children": []}, {"name": null, "role": "AXStaticText", "description": null, "role_description": "text", "value": "Dialogs", "position": "700.00;14483.00", "size": "129;16", "children": []}, {"name": null, "role": "AXStaticText", "description": null, "role_description": "text", "value": " ", "position": "830.00;14483.00", "size": "49;16", "children": []}]}, {"name": null, "role": "AXRow", "description": null, "role_description": "outline row", "value": null, "position": "200.00;14500.00", "size": "695;17", "children": [{"name": null, "role": "AXStaticText", "description": null, "role_description": "text", "value": "Open Manifest", "position": "218.00;14500.00", "size": "221;16", "children": []}, {"name": null, "role": "AXStaticText", "description": null, "role_description": "text", "value": "⌥⇧⌘M", "position": "440.00;14500.00", "size": "129;16", "children": []}, {"name": null, "role": "AXStaticText", "description": null, "role_description": "text", "value": "In Windows", "position": "570.00;14500.00", "size": "129;16", "children": []}, {"name": null, "role": "AXStaticText", "description": null, "role_description": "text", "value": "Navigate", "position": "700.00;14500.00", "size": "129;16", "children": []}, {"name": null, "role": "AXStaticText", "description": null, "role_description": "text", "value": " ", "position": "830.00;14500.00", "size": "49;16", "children": []}]}, {"name": null, "role": "AXRow", "description": null, "role_description": "outline row", "value": null, "position": "200.00;14517.00", "size": "695;17", "children": [{"name": null, "role": "AXStaticText", "description": null, "role_description": "text", "value": "Open Message Dialog", "position": "218.00;14517.00", "size": "221;16", "children": []}, {"name": null, "role": "AXStaticText", "description": null, "role_description": "text", "value": "", "position": "440.00;14517.00", "size": "129;16", "children": []}, {"name": null, "role": "AXStaticText", "description": null, "role_description": "text", "value": "", "position": "570.00;14517.00", "size": "129;16", "children": []}, {"name": null, "role": "AXStaticText", "description": null, "role_description": "text", "value": "Dialogs", "position": "700.00;14517.00", "size": "129;16", "children": []}, {"name": null, "role": "AXStaticText", "description": null, "role_description": "text", "value": " ", "position": "830.00;14517.00", "size": "49;16", "children": []}]}, {"name": null, "role": "AXRow", "description": null, "role_description": "outline row", "value": null, "position": "200.00;14534.00", "size": "695;17", "children": [{"name": null, "role": "AXStaticText", "description": null, "role_description": "text", "value": "Open Model Element", "position": "218.00;14534.00", "size": "221;16", "children": []}, {"name": null, "role": "AXStaticText", "description": null, "role_description": "text", "value": "⇧⌘F3", "position": "440.00;14534.00", "size": "129;16", "children": []}, {"name": null, "role": "AXStaticText", "description": null, "role_description": "text", "value": "In Windows", "position": "570.00;14534.00", "size": "129;16", "children": []}, {"name": null, "role": "AXStaticText", "description": null, "role_description": "text", "value": "Window", "position": "700.00;14534.00", "size": "129;16", "children": []}, {"name": null, "role": "AXStaticText", "description": null, "role_description": "text", "value": " ", "position": "830.00;14534.00", "size": "49;16", "children": []}]}, {"name": null, "role": "AXRow", "description": null, "role_description": "outline row", "value": null, "position": "200.00;14551.00", "size": "695;17", "children": [{"name": null, "role": "AXStaticText", "description": null, "role_description": "text", "value": "Open Plug-in Artifact", "position": "218.00;14551.00", "size": "221;16", "children": []}, {"name": null, "role": "AXStaticText", "description": null, "role_description": "text", "value": "⇧⌘A", "position": "440.00;14551.00", "size": "129;16", "children": []}, {"name": null, "role": "AXStaticText", "description": null, "role_description": "text", "value": "In Windows", "position": "570.00;14551.00", "size": "129;16", "children": []}, {"name": null, "role": "AXStaticText", "description": null, "role_description": "text", "value": "Navigate", "position": "700.00;14551.00", "size": "129;16", "children": []}, {"name": null, "role": "AXStaticText", "description": null, "role_description": "text", "value": " ", "position": "830.00;14551.00", "size": "49;16", "children": []}]}, {"name": null, "role": "AXRow", "description": null, "role_description": "outline row", "value": null, "position": "200.00;14568.00", "size": "695;17", "children": [{"name": null, "role": "AXStaticText", "description": null, "role_description": "text", "value": "Open Previous Version", "position": "218.00;14568.00", "size": "221;16", "children": []}, {"name": null, "role": "AXStaticText", "description": null, "role_description": "text", "value": "", "position": "440.00;14568.00", "size": "129;16", "children": []}, {"name": null, "role": "AXStaticText", "description": null, "role_description": "text", "value": "", "position": "570.00;14568.00", "size": "129;16", "children": []}, {"name": null, "role": "AXStaticText", "description": null, "role_description": "text", "value": "Git", "position": "700.00;14568.00", "size": "129;16", "children": []}, {"name": null, "role": "AXStaticText", "description": null, "role_description": "text", "value": " ", "position": "830.00;14568.00", "size": "49;16", "children": []}]}, {"name": null, "role": "AXRow", "description": null, "role_description": "outline row", "value": null, "position": "200.00;14585.00", "size": "695;17", "children": [{"name": null, "role": "AXStaticText", "description": null, "role_description": "text", "value": "Open Project", "position": "218.00;14585.00", "size": "221;16", "children": []}, {"name": null, "role": "AXStaticText", "description": null, "role_description": "text", "value": "", "position": "440.00;14585.00", "size": "129;16", "children": []}, {"name": null, "role": "AXStaticText", "description": null, "role_description": "text", "value": "", "position": "570.00;14585.00", "size": "129;16", "children": []}, {"name": null, "role": "AXStaticText", "description": null, "role_description": "text", "value": "Project", "position": "700.00;14585.00", "size": "129;16", "children": []}, {"name": null, "role": "AXStaticText", "description": null, "role_description": "text", "value": " ", "position": "830.00;14585.00", "size": "49;16", "children": []}]}, {"name": null, "role": "AXRow", "description": null, "role_description": "outline row", "value": null, "position": "200.00;14602.00", "size": "695;17", "children": [{"name": null, "role": "AXStaticText", "description": null, "role_description": "text", "value": "Open Refactoring History ", "position": "218.00;14602.00", "size": "221;16", "children": []}, {"name": null, "role": "AXStaticText", "description": null, "role_description": "text", "value": "", "position": "440.00;14602.00", "size": "129;16", "children": []}, {"name": null, "role": "AXStaticText", "description": null, "role_description": "text", "value": "", "position": "570.00;14602.00", "size": "129;16", "children": []}, {"name": null, "role": "AXStaticText", "description": null, "role_description": "text", "value": "Refactor - Java", "position": "700.00;14602.00", "size": "129;16", "children": []}, {"name": null, "role": "AXStaticText", "description": null, "role_description": "text", "value": " ", "position": "830.00;14602.00", "size": "49;16", "children": []}]}, {"name": null, "role": "AXRow", "description": null, "role_description": "outline row", "value": null, "position": "200.00;14619.00", "size": "695;17", "children": [{"name": null, "role": "AXStaticText", "description": null, "role_description": "text", "value": "Open Resource", "position": "218.00;14619.00", "size": "221;16", "children": []}, {"name": null, "role": "AXStaticText", "description": null, "role_description": "text", "value": "⇧⌘R", "position": "440.00;14619.00", "size": "129;16", "children": []}, {"name": null, "role": "AXStaticText", "description": null, "role_description": "text", "value": "In Windows", "position": "570.00;14619.00", "size": "129;16", "children": []}, {"name": null, "role": "AXStaticText", "description": null, "role_description": "text", "value": "Navigate", "position": "700.00;14619.00", "size": "129;16", "children": []}, {"name": null, "role": "AXStaticText", "description": null, "role_description": "text", "value": " ", "position": "830.00;14619.00", "size": "49;16", "children": []}]}, {"name": null, "role": "AXRow", "description": null, "role_description": "outline row", "value": null, "position": "200.00;14636.00", "size": "695;17", "children": [{"name": null, "role": "AXStaticText", "description": null, "role_description": "text", "value": "Open Resource in Browser", "position": "218.00;14636.00", "size": "221;16", "children": []}, {"name": null, "role": "AXStaticText", "description": null, "role_description": "text", "value": "", "position": "440.00;14636.00", "size": "129;16", "children": []}, {"name": null, "role": "AXStaticText", "description": null, "role_description": "text", "value": "", "position": "570.00;14636.00", "size": "129;16", "children": []}, {"name": null, "role": "AXStaticText", "description": null, "role_description": "text", "value": "Window", "position": "700.00;14636.00", "size": "129;16", "children": []}, {"name": null, "role": "AXStaticText", "description": null, "role_description": "text", "value": " ", "position": "830.00;14636.00", "size": "49;16", "children": []}]}, {"name": null, "role": "AXRow", "description": null, "role_description": "outline row", "value": null, "position": "200.00;14653.00", "size": "695;17", "children": [{"name": null, "role": "AXStaticText", "description": null, "role_description": "text", "value": "Open Search Dialog", "position": "218.00;14653.00", "size": "221;16", "children": []}, {"name": null, "role": "AXStaticText", "description": null, "role_description": "text", "value": "⌃H", "position": "440.00;14653.00", "size": "129;16", "children": []}, {"name": null, "role": "AXStaticText", "description": null, "role_description": "text", "value": "In Windows", "position": "570.00;14653.00", "size": "129;16", "children": []}, {"name": null, "role": "AXStaticText", "description": null, "role_description": "text", "value": "Search", "position": "700.00;14653.00", "size": "129;16", "children": []}, {"name": null, "role": "AXStaticText", "description": null, "role_description": "text", "value": " ", "position": "830.00;14653.00", "size": "49;16", "children": []}]}, {"name": null, "role": "AXRow", "description": null, "role_description": "outline row", "value": null, "position": "200.00;14670.00", "size": "695;17", "children": [{"name": null, "role": "AXStaticText", "description": null, "role_description": "text", "value": "Open selected file", "position": "218.00;14670.00", "size": "221;16", "children": []}, {"name": null, "role": "AXStaticText", "description": null, "role_description": "text", "value": "", "position": "440.00;14670.00", "size": "129;16", "children": []}, {"name": null, "role": "AXStaticText", "description": null, "role_description": "text", "value": "", "position": "570.00;14670.00", "size": "129;16", "children": []}, {"name": null, "role": "AXStaticText", "description": null, "role_description": "text", "value": "File", "position": "700.00;14670.00", "size": "129;16", "children": []}, {"name": null, "role": "AXStaticText", "description": null, "role_description": "text", "value": " ", "position": "830.00;14670.00", "size": "49;16", "children": []}]}, {"name": null, "role": "AXRow", "description": null, "role_description": "outline row", "value": null, "position": "200.00;14687.00", "size": "695;17", "children": [{"name": null, "role": "AXStaticText", "description": null, "role_description": "text", "value": "Open Source File", "position": "218.00;14687.00", "size": "221;16", "children": []}, {"name": null, "role": "AXStaticText", "description": null, "role_description": "text", "value": "", "position": "440.00;14687.00", "size": "129;16", "children": []}, {"name": null, "role": "AXStaticText", "description": null, "role_description": "text", "value": "", "position": "570.00;14687.00", "size": "129;16", "children": []}, {"name": null, "role": "AXStaticText", "description": null, "role_description": "text", "value": "Navigate", "position": "700.00;14687.00", "size": "129;16", "children": []}, {"name": null, "role": "AXStaticText", "description": null, "role_description": "text", "value": " ", "position": "830.00;14687.00", "size": "49;16", "children": []}]}, {"name": null, "role": "AXRow", "description": null, "role_description": "outline row", "value": null, "position": "200.00;14704.00", "size": "695;17", "children": [{"name": null, "role": "AXStaticText", "description": null, "role_description": "text", "value": "Open Spy", "position": "218.00;14704.00", "size": "221;16", "children": []}, {"name": null, "role": "AXStaticText", "description": null, "role_description": "text", "value": "", "position": "440.00;14704.00", "size": "129;16", "children": []}, {"name": null, "role": "AXStaticText", "description": null, "role_description": "text", "value": "", "position": "570.00;14704.00", "size": "129;16", "children": []}, {"name": null, "role": "AXStaticText", "description": null, "role_description": "text", "value": "Application Category", "position": "700.00;14704.00", "size": "129;16", "children": []}, {"name": null, "role": "AXStaticText", "description": null, "role_description": "text", "value": " ", "position": "830.00;14704.00", "size": "49;16", "children": []}]}, {"name": null, "role": "AXRow", "description": null, "role_description": "outline row", "value": null, "position": "200.00;14721.00", "size": "695;17", "children": [{"name": null, "role": "AXStaticText", "description": null, "role_description": "text", "value": "Open Spy", "position": "218.00;14721.00", "size": "221;16", "children": []}, {"name": null, "role": "AXStaticText", "description": null, "role_description": "text", "value": "⌥⇧F10", "position": "440.00;14721.00", "size": "129;16", "children": []}, {"name": null, "role": "AXStaticText", "description": null, "role_description": "text", "value": "In Dialogs and Windows", "position": "570.00;14721.00", "size": "129;16", "children": []}, {"name": null, "role": "AXStaticText", "description": null, "role_description": "text", "value": "Application Category", "position": "700.00;14721.00", "size": "129;16", "children": []}, {"name": null, "role": "AXStaticText", "description": null, "role_description": "text", "value": " ", "position": "830.00;14721.00", "size": "49;16", "children": []}]}, {"name": null, "role": "AXRow", "description": null, "role_description": "outline row", "value": null, "position": "200.00;14738.00", "size": "695;17", "children": [{"name": null, "role": "AXStaticText", "description": null, "role_description": "text", "value": "Open Spy", "position": "218.00;14738.00", "size": "221;16", "children": []}, {"name": null, "role": "AXStaticText", "description": null, "role_description": "text", "value": "⌥⇧F11", "position": "440.00;14738.00", "size": "129;16", "children": []}, {"name": null, "role": "AXStaticText", "description": null, "role_description": "text", "value": "In Dialogs and Windows", "position": "570.00;14738.00", "size": "129;16", "children": []}, {"name": null, "role": "AXStaticText", "description": null, "role_description": "text", "value": "Application Category", "position": "700.00;14738.00", "size": "129;16", "children": []}, {"name": null, "role": "AXStaticText", "description": null, "role_description": "text", "value": " ", "position": "830.00;14738.00", "size": "49;16", "children": []}]}, {"name": null, "role": "AXRow", "description": null, "role_description": "outline row", "value": null, "position": "200.00;14755.00", "size": "695;17", "children": [{"name": null, "role": "AXStaticText", "description": null, "role_description": "text", "value": "Open Spy", "position": "218.00;14755.00", "size": "221;16", "children": []}, {"name": null, "role": "AXStaticText", "description": null, "role_description": "text", "value": "⌥⇧F12", "position": "440.00;14755.00", "size": "129;16", "children": []}, {"name": null, "role": "AXStaticText", "description": null, "role_description": "text", "value": "In Dialogs and Windows", "position": "570.00;14755.00", "size": "129;16", "children": []}, {"name": null, "role": "AXStaticText", "description": null, "role_description": "text", "value": "Application Category", "position": "700.00;14755.00", "size": "129;16", "children": []}, {"name": null, "role": "AXStaticText", "description": null, "role_description": "text", "value": " ", "position": "830.00;14755.00", "size": "49;16", "children": []}]}, {"name": null, "role": "AXRow", "description": null, "role_description": "outline row", "value": null, "position": "200.00;14772.00", "size": "695;17", "children": [{"name": null, "role": "AXStaticText", "description": null, "role_description": "text", "value": "Open Spy", "position": "218.00;14772.00", "size": "221;16", "children": []}, {"name": null, "role": "AXStaticText", "description": null, "role_description": "text", "value": "⌥⇧F5", "position": "440.00;14772.00", "size": "129;16", "children": []}, {"name": null, "role": "AXStaticText", "description": null, "role_description": "text", "value": "In Dialogs and Windows", "position": "570.00;14772.00", "size": "129;16", "children": []}, {"name": null, "role": "AXStaticText", "description": null, "role_description": "text", "value": "Application Category", "position": "700.00;14772.00", "size": "129;16", "children": []}, {"name": null, "role": "AXStaticText", "description": null, "role_description": "text", "value": " ", "position": "830.00;14772.00", "size": "49;16", "children": []}]}, {"name": null, "role": "AXRow", "description": null, "role_description": "outline row", "value": null, "position": "200.00;14789.00", "size": "695;17", "children": [{"name": null, "role": "AXStaticText", "description": null, "role_description": "text", "value": "Open Spy", "position": "218.00;14789.00", "size": "221;16", "children": []}, {"name": null, "role": "AXStaticText", "description": null, "role_description": "text", "value": "⌥⇧F6", "position": "440.00;14789.00", "size": "129;16", "children": []}, {"name": null, "role": "AXStaticText", "description": null, "role_description": "text", "value": "In Dialogs and Windows", "position": "570.00;14789.00", "size": "129;16", "children": []}, {"name": null, "role": "AXStaticText", "description": null, "role_description": "text", "value": "Application Category", "position": "700.00;14789.00", "size": "129;16", "children": []}, {"name": null, "role": "AXStaticText", "description": null, "role_description": "text", "value": " ", "position": "830.00;14789.00", "size": "49;16", "children": []}]}, {"name": null, "role": "AXRow", "description": null, "role_description": "outline row", "value": null, "position": "200.00;14806.00", "size": "695;17", "children": [{"name": null, "role": "AXStaticText", "description": null, "role_description": "text", "value": "Open Spy", "position": "218.00;14806.00", "size": "221;16", "children": []}, {"name": null, "role": "AXStaticText", "description": null, "role_description": "text", "value": "⌥⇧F8", "position": "440.00;14806.00", "size": "129;16", "children": []}, {"name": null, "role": "AXStaticText", "description": null, "role_description": "text", "value": "In Dialogs and Windows", "position": "570.00;14806.00", "size": "129;16", "children": []}, {"name": null, "role": "AXStaticText", "description": null, "role_description": "text", "value": "Application Category", "position": "700.00;14806.00", "size": "129;16", "children": []}, {"name": null, "role": "AXStaticText", "description": null, "role_description": "text", "value": " ", "position": "830.00;14806.00", "size": "49;16", "children": []}]}, {"name": null, "role": "AXRow", "description": null, "role_description": "outline row", "value": null, "position": "200.00;14823.00", "size": "695;17", "children": [{"name": null, "role": "AXStaticText", "description": null, "role_description": "text", "value": "Open Spy", "position": "218.00;14823.00", "size": "221;16", "children": []}, {"name": null, "role": "AXStaticText", "description": null, "role_description": "text", "value": "⌥⇧F9", "position": "440.00;14823.00", "size": "129;16", "children": []}, {"name": null, "role": "AXStaticText", "description": null, "role_description": "text", "value": "In Dialogs and Windows", "position": "570.00;14823.00", "size": "129;16", "children": []}, {"name": null, "role": "AXStaticText", "description": null, "role_description": "text", "value": "Application Category", "position": "700.00;14823.00", "size": "129;16", "children": []}, {"name": null, "role": "AXStaticText", "description": null, "role_description": "text", "value": " ", "position": "830.00;14823.00", "size": "49;16", "children": []}]}, {"name": null, "role": "AXRow", "description": null, "role_description": "outline row", "value": null, "position": "200.00;14840.00", "size": "695;17", "children": [{"name": null, "role": "AXStaticText", "description": null, "role_description": "text", "value": "Open Structure", "position": "218.00;14840.00", "size": "221;16", "children": []}, {"name": null, "role": "AXStaticText", "description": null, "role_description": "text", "value": "⌘F3", "position": "440.00;14840.00", "size": "129;16", "children": []}, {"name": null, "role": "AXStaticText", "description": null, "role_description": "text", "value": "Editing Java Source", "position": "570.00;14840.00", "size": "129;16", "children": []}, {"name": null, "role": "AXStaticText", "description": null, "role_description": "text", "value": "Navigate", "position": "700.00;14840.00", "size": "129;16", "children": []}, {"name": null, "role": "AXStaticText", "description": null, "role_description": "text", "value": " ", "position": "830.00;14840.00", "size": "49;16", "children": []}]}, {"name": null, "role": "AXRow", "description": null, "role_description": "outline row", "value": null, "position": "200.00;14857.00", "size": "695;17", "children": [{"name": null, "role": "AXStaticText", "description": null, "role_description": "text", "value": "Open Super Implementation", "position": "218.00;14857.00", "size": "221;16", "children": []}, {"name": null, "role": "AXStaticText", "description": null, "role_description": "text", "value": "", "position": "440.00;14857.00", "size": "129;16", "children": []}, {"name": null, "role": "AXStaticText", "description": null, "role_description": "text", "value": "", "position": "570.00;14857.00", "size": "129;16", "children": []}, {"name": null, "role": "AXStaticText", "description": null, "role_description": "text", "value": "Navigate", "position": "700.00;14857.00", "size": "129;16", "children": []}, {"name": null, "role": "AXStaticText", "description": null, "role_description": "text", "value": " ", "position": "830.00;14857.00", "size": "49;16", "children": []}]}, {"name": null, "role": "AXRow", "description": null, "role_description": "outline row", "value": null, "position": "200.00;14874.00", "size": "695;17", "children": [{"name": null, "role": "AXStaticText", "description": null, "role_description": "text", "value": "Open this Version", "position": "218.00;14874.00", "size": "221;16", "children": []}, {"name": null, "role": "AXStaticText", "description": null, "role_description": "text", "value": "", "position": "440.00;14874.00", "size": "129;16", "children": []}, {"name": null, "role": "AXStaticText", "description": null, "role_description": "text", "value": "", "position": "570.00;14874.00", "size": "129;16", "children": []}, {"name": null, "role": "AXStaticText", "description": null, "role_description": "text", "value": "Git", "position": "700.00;14874.00", "size": "129;16", "children": []}, {"name": null, "role": "AXStaticText", "description": null, "role_description": "text", "value": " ", "position": "830.00;14874.00", "size": "49;16", "children": []}]}, {"name": null, "role": "AXRow", "description": null, "role_description": "outline row", "value": null, "position": "200.00;14891.00", "size": "695;17", "children": [{"name": null, "role": "AXStaticText", "description": null, "role_description": "text", "value": "Open Type", "position": "218.00;14891.00", "size": "221;16", "children": []}, {"name": null, "role": "AXStaticText", "description": null, "role_description": "text", "value": "⇧⌘T", "position": "440.00;14891.00", "size": "129;16", "children": []}, {"name": null, "role": "AXStaticText", "description": null, "role_description": "text", "value": "Editing Java Source", "position": "570.00;14891.00", "size": "129;16", "children": []}, {"name": null, "role": "AXStaticText", "description": null, "role_description": "text", "value": "Navigate", "position": "700.00;14891.00", "size": "129;16", "children": []}, {"name": null, "role": "AXStaticText", "description": null, "role_description": "text", "value": " ", "position": "830.00;14891.00", "size": "49;16", "children": []}]}, {"name": null, "role": "AXRow", "description": null, "role_description": "outline row", "value": null, "position": "200.00;14908.00", "size": "695;17", "children": [{"name": null, "role": "AXStaticText", "description": null, "role_description": "text", "value": "Open Type", "position": "218.00;14908.00", "size": "221;16", "children": []}, {"name": null, "role": "AXStaticText", "description": null, "role_description": "text", "value": "⇧⌘T", "position": "440.00;14908.00", "size": "129;16", "children": []}, {"name": null, "role": "AXStaticText", "description": null, "role_description": "text", "value": "In Windows", "position": "570.00;14908.00", "size": "129;16", "children": []}, {"name": null, "role": "AXStaticText", "description": null, "role_description": "text", "value": "Navigate", "position": "700.00;14908.00", "size": "129;16", "children": []}, {"name": null, "role": "AXStaticText", "description": null, "role_description": "text", "value": " ", "position": "830.00;14908.00", "size": "49;16", "children": []}]}, {"name": null, "role": "AXRow", "description": null, "role_description": "outline row", "value": null, "position": "200.00;14925.00", "size": "695;17", "children": [{"name": null, "role": "AXStaticText", "description": null, "role_description": "text", "value": "Open Type Hierarchy", "position": "218.00;14925.00", "size": "221;16", "children": []}, {"name": null, "role": "AXStaticText", "description": null, "role_description": "text", "value": "F4", "position": "440.00;14925.00", "size": "129;16", "children": []}, {"name": null, "role": "AXStaticText", "description": null, "role_description": "text", "value": "In Windows", "position": "570.00;14925.00", "size": "129;16", "children": []}, {"name": null, "role": "AXStaticText", "description": null, "role_description": "text", "value": "Navigate", "position": "700.00;14925.00", "size": "129;16", "children": []}, {"name": null, "role": "AXStaticText", "description": null, "role_description": "text", "value": " ", "position": "830.00;14925.00", "size": "49;16", "children": []}]}, {"name": null, "role": "AXRow", "description": null, "role_description": "outline row", "value": null, "position": "200.00;14942.00", "size": "695;17", "children": [{"name": null, "role": "AXStaticText", "description": null, "role_description": "text", "value": "Open Type in Hierarchy", "position": "218.00;14942.00", "size": "221;16", "children": []}, {"name": null, "role": "AXStaticText", "description": null, "role_description": "text", "value": "⇧⌘H", "position": "440.00;14942.00", "size": "129;16", "children": []}, {"name": null, "role": "AXStaticText", "description": null, "role_description": "text", "value": "In Windows", "position": "570.00;14942.00", "size": "129;16", "children": []}, {"name": null, "role": "AXStaticText", "description": null, "role_description": "text", "value": "Navigate", "position": "700.00;14942.00", "size": "129;16", "children": []}, {"name": null, "role": "AXStaticText", "description": null, "role_description": "text", "value": " ", "position": "830.00;14942.00", "size": "49;16", "children": []}]}, {"name": null, "role": "AXRow", "description": null, "role_description": "outline row", "value": null, "position": "200.00;14959.00", "size": "695;17", "children": [{"name": null, "role": "AXStaticText", "description": null, "role_description": "text", "value": "Open Working Tree Version", "position": "218.00;14959.00", "size": "221;16", "children": []}, {"name": null, "role": "AXStaticText", "description": null, "role_description": "text", "value": "", "position": "440.00;14959.00", "size": "129;16", "children": []}, {"name": null, "role": "AXStaticText", "description": null, "role_description": "text", "value": "", "position": "570.00;14959.00", "size": "129;16", "children": []}, {"name": null, "role": "AXStaticText", "description": null, "role_description": "text", "value": "Git", "position": "700.00;14959.00", "size": "129;16", "children": []}, {"name": null, "role": "AXStaticText", "description": null, "role_description": "text", "value": " ", "position": "830.00;14959.00", "size": "49;16", "children": []}]}, {"name": null, "role": "AXRow", "description": null, "role_description": "outline row", "value": null, "position": "200.00;14976.00", "size": "695;17", "children": [{"name": null, "role": "AXStaticText", "description": null, "role_description": "text", "value": "org.eclipse.pde.ui.convertAutomaticManifest", "position": "218.00;14976.00", "size": "221;16", "children": []}, {"name": null, "role": "AXStaticText", "description": null, "role_description": "text", "value": "", "position": "440.00;14976.00", "size": "129;16", "children": []}, {"name": null, "role": "AXStaticText", "description": null, "role_description": "text", "value": "", "position": "570.00;14976.00", "size": "129;16", "children": []}, {"name": null, "role": "AXStaticText", "description": null, "role_description": "text", "value": "Application Category", "position": "700.00;14976.00", "size": "129;16", "children": []}, {"name": null, "role": "AXStaticText", "description": null, "role_description": "text", "value": " ", "position": "830.00;14976.00", "size": "49;16", "children": []}]}, {"name": null, "role": "AXRow", "description": null, "role_description": "outline row", "value": null, "position": "200.00;14993.00", "size": "695;17", "children": [{"name": null, "role": "AXStaticText", "description": null, "role_description": "text", "value": "Organize Imports", "position": "218.00;14993.00", "size": "221;16", "children": []}, {"name": null, "role": "AXStaticText", "description": null, "role_description": "text", "value": "⇧⌘O", "position": "440.00;14993.00", "size": "129;16", "children": []}, {"name": null, "role": "AXStaticText", "description": null, "role_description": "text", "value": "In Windows", "position": "570.00;14993.00", "size": "129;16", "children": []}, {"name": null, "role": "AXStaticText", "description": null, "role_description": "text", "value": "Source", "position": "700.00;14993.00", "size": "129;16", "children": []}, {"name": null, "role": "AXStaticText", "description": null, "role_description": "text", "value": " ", "position": "830.00;14993.00", "size": "49;16", "children": []}]}, {"name": null, "role": "AXRow", "description": null, "role_description": "outline row", "value": null, "position": "200.00;15010.00", "size": "695;17", "children": [{"name": null, "role": "AXStaticText", "description": null, "role_description": "text", "value": "Override/Implement Methods", "position": "218.00;15010.00", "size": "221;16", "children": []}, {"name": null, "role": "AXStaticText", "description": null, "role_description": "text", "value": "", "position": "440.00;15010.00", "size": "129;16", "children": []}, {"name": null, "role": "AXStaticText", "description": null, "role_description": "text", "value": "", "position": "570.00;15010.00", "size": "129;16", "children": []}, {"name": null, "role": "AXStaticText", "description": null, "role_description": "text", "value": "Source", "position": "700.00;15010.00", "size": "129;16", "children": []}, {"name": null, "role": "AXStaticText", "description": null, "role_description": "text", "value": " ", "position": "830.00;15010.00", "size": "49;16", "children": []}]}, {"name": null, "role": "AXRow", "description": null, "role_description": "outline row", "value": null, "position": "200.00;15027.00", "size": "695;17", "children": [{"name": null, "role": "AXStaticText", "description": null, "role_description": "text", "value": "Page breaks Command", "position": "218.00;15027.00", "size": "221;16", "children": []}, {"name": null, "role": "AXStaticText", "description": null, "role_description": "text", "value": "", "position": "440.00;15027.00", "size": "129;16", "children": []}, {"name": null, "role": "AXStaticText", "description": null, "role_description": "text", "value": "", "position": "570.00;15027.00", "size": "129;16", "children": []}, {"name": null, "role": "AXStaticText", "description": null, "role_description": "text", "value": "Papyrus Category", "position": "700.00;15027.00", "size": "129;16", "children": []}, {"name": null, "role": "AXStaticText", "description": null, "role_description": "text", "value": " ", "position": "830.00;15027.00", "size": "49;16", "children": []}]}, {"name": null, "role": "AXRow", "description": null, "role_description": "outline row", "value": null, "position": "200.00;15044.00", "size": "695;17", "children": [{"name": null, "role": "AXStaticText", "description": null, "role_description": "text", "value": "Page Down", "position": "218.00;15044.00", "size": "221;16", "children": []}, {"name": null, "role": "AXStaticText", "description": null, "role_description": "text", "value": "", "position": "440.00;15044.00", "size": "129;16", "children": []}, {"name": null, "role": "AXStaticText", "description": null, "role_description": "text", "value": "", "position": "570.00;15044.00", "size": "129;16", "children": []}, {"name": null, "role": "AXStaticText", "description": null, "role_description": "text", "value": "Text Editing", "position": "700.00;15044.00", "size": "129;16", "children": []}, {"name": null, "role": "AXStaticText", "description": null, "role_description": "text", "value": " ", "position": "830.00;15044.00", "size": "49;16", "children": []}]}, {"name": null, "role": "AXRow", "description": null, "role_description": "outline row", "value": null, "position": "200.00;15061.00", "size": "695;17", "children": [{"name": null, "role": "AXStaticText", "description": null, "role_description": "text", "value": "Page Up", "position": "218.00;15061.00", "size": "221;16", "children": []}, {"name": null, "role": "AXStaticText", "description": null, "role_description": "text", "value": "", "position": "440.00;15061.00", "size": "129;16", "children": []}, {"name": null, "role": "AXStaticText", "description": null, "role_description": "text", "value": "", "position": "570.00;15061.00", "size": "129;16", "children": []}, {"name": null, "role": "AXStaticText", "description": null, "role_description": "text", "value": "Text Editing", "position": "700.00;15061.00", "size": "129;16", "children": []}, {"name": null, "role": "AXStaticText", "description": null, "role_description": "text", "value": " ", "position": "830.00;15061.00", "size": "49;16", "children": []}]}, {"name": null, "role": "AXRow", "description": null, "role_description": "outline row", "value": null, "position": "200.00;15078.00", "size": "695;17", "children": [{"name": null, "role": "AXStaticText", "description": null, "role_description": "text", "value": "Palette", "position": "218.00;15078.00", "size": "221;16", "children": []}, {"name": null, "role": "AXStaticText", "description": null, "role_description": "text", "value": "", "position": "440.00;15078.00", "size": "129;16", "children": []}, {"name": null, "role": "AXStaticText", "description": null, "role_description": "text", "value": "", "position": "570.00;15078.00", "size": "129;16", "children": []}, {"name": null, "role": "AXStaticText", "description": null, "role_description": "text", "value": "Views", "position": "700.00;15078.00", "size": "129;16", "children": []}, {"name": null, "role": "AXStaticText", "description": null, "role_description": "text", "value": " ", "position": "830.00;15078.00", "size": "49;16", "children": []}]}, {"name": null, "role": "AXRow", "description": null, "role_description": "outline row", "value": null, "position": "200.00;15095.00", "size": "695;17", "children": [{"name": null, "role": "AXStaticText", "description": null, "role_description": "text", "value": "Paste", "position": "218.00;15095.00", "size": "221;16", "children": []}, {"name": null, "role": "AXStaticText", "description": null, "role_description": "text", "value": "", "position": "440.00;15095.00", "size": "129;16", "children": []}, {"name": null, "role": "AXStaticText", "description": null, "role_description": "text", "value": "", "position": "570.00;15095.00", "size": "129;16", "children": []}, {"name": null, "role": "AXStaticText", "description": null, "role_description": "text", "value": "NatTable Columns Category", "position": "700.00;15095.00", "size": "129;16", "children": []}, {"name": null, "role": "AXStaticText", "description": null, "role_description": "text", "value": " ", "position": "830.00;15095.00", "size": "49;16", "children": []}]}, {"name": null, "role": "AXRow", "description": null, "role_description": "outline row", "value": null, "position": "200.00;15112.00", "size": "695;17", "children": [{"name": null, "role": "AXStaticText", "description": null, "role_description": "text", "value": "Paste", "position": "218.00;15112.00", "size": "221;16", "children": []}, {"name": null, "role": "AXStaticText", "description": null, "role_description": "text", "value": "", "position": "440.00;15112.00", "size": "129;16", "children": []}, {"name": null, "role": "AXStaticText", "description": null, "role_description": "text", "value": "", "position": "570.00;15112.00", "size": "129;16", "children": []}, {"name": null, "role": "AXStaticText", "description": null, "role_description": "text", "value": "NatTable Rows Catgerory", "position": "700.00;15112.00", "size": "129;16", "children": []}, {"name": null, "role": "AXStaticText", "description": null, "role_description": "text", "value": " ", "position": "830.00;15112.00", "size": "49;16", "children": []}]}, {"name": null, "role": "AXRow", "description": null, "role_description": "outline row", "value": null, "position": "200.00;15129.00", "size": "695;17", "children": [{"name": null, "role": "AXStaticText", "description": null, "role_description": "text", "value": "Paste", "position": "218.00;15129.00", "size": "221;16", "children": []}, {"name": null, "role": "AXStaticText", "description": null, "role_description": "text", "value": "⌘V", "position": "440.00;15129.00", "size": "129;16", "children": []}, {"name": null, "role": "AXStaticText", "description": null, "role_description": "text", "value": "Diagram Editing", "position": "570.00;15129.00", "size": "129;16", "children": []}, {"name": null, "role": "AXStaticText", "description": null, "role_description": "text", "value": "Edit", "position": "700.00;15129.00", "size": "129;16", "children": []}, {"name": null, "role": "AXStaticText", "description": null, "role_description": "text", "value": " ", "position": "830.00;15129.00", "size": "49;16", "children": []}]}, {"name": null, "role": "AXRow", "description": null, "role_description": "outline row", "value": null, "position": "200.00;15146.00", "size": "695;17", "children": [{"name": null, "role": "AXStaticText", "description": null, "role_description": "text", "value": "Paste", "position": "218.00;15146.00", "size": "221;16", "children": []}, {"name": null, "role": "AXStaticText", "description": null, "role_description": "text", "value": "⌘V", "position": "440.00;15146.00", "size": "129;16", "children": []}, {"name": null, "role": "AXStaticText", "description": null, "role_description": "text", "value": "In Dialogs and Windows", "position": "570.00;15146.00", "size": "129;16", "children": []}, {"name": null, "role": "AXStaticText", "description": null, "role_description": "text", "value": "Edit", "position": "700.00;15146.00", "size": "129;16", "children": []}, {"name": null, "role": "AXStaticText", "description": null, "role_description": "text", "value": " ", "position": "830.00;15146.00", "size": "49;16", "children": []}]}, {"name": null, "role": "AXRow", "description": null, "role_description": "outline row", "value": null, "position": "200.00;15163.00", "size": "695;17", "children": [{"name": null, "role": "AXStaticText", "description": null, "role_description": "text", "value": "Paste With Model", "position": "218.00;15163.00", "size": "221;16", "children": []}, {"name": null, "role": "AXStaticText", "description": null, "role_description": "text", "value": "", "position": "440.00;15163.00", "size": "129;16", "children": []}, {"name": null, "role": "AXStaticText", "description": null, "role_description": "text", "value": "", "position": "570.00;15163.00", "size": "129;16", "children": []}, {"name": null, "role": "AXStaticText", "description": null, "role_description": "text", "value": "Papyrus Category", "position": "700.00;15163.00", "size": "129;16", "children": []}, {"name": null, "role": "AXStaticText", "description": null, "role_description": "text", "value": " ", "position": "830.00;15163.00", "size": "49;16", "children": []}]}, {"name": null, "role": "AXRow", "description": null, "role_description": "outline row", "value": null, "position": "200.00;15180.00", "size": "695;17", "children": [{"name": null, "role": "AXStaticText", "description": null, "role_description": "text", "value": "Pin Editor", "position": "218.00;15180.00", "size": "221;16", "children": []}, {"name": null, "role": "AXStaticText", "description": null, "role_description": "text", "value": "", "position": "440.00;15180.00", "size": "129;16", "children": []}, {"name": null, "role": "AXStaticText", "description": null, "role_description": "text", "value": "", "position": "570.00;15180.00", "size": "129;16", "children": []}, {"name": null, "role": "AXStaticText", "description": null, "role_description": "text", "value": "Window", "position": "700.00;15180.00", "size": "129;16", "children": []}, {"name": null, "role": "AXStaticText", "description": null, "role_description": "text", "value": " ", "position": "830.00;15180.00", "size": "49;16", "children": []}]}, {"name": null, "role": "AXRow", "description": null, "role_description": "outline row", "value": null, "position": "200.00;15197.00", "size": "695;17", "children": [{"name": null, "role": "AXStaticText", "description": null, "role_description": "text", "value": "Plug-in Menu Spy", "position": "218.00;15197.00", "size": "221;16", "children": []}, {"name": null, "role": "AXStaticText", "description": null, "role_description": "text", "value": "⌥⇧F2", "position": "440.00;15197.00", "size": "129;16", "children": []}, {"name": null, "role": "AXStaticText", "description": null, "role_description": "text", "value": "In Dialogs and Windows", "position": "570.00;15197.00", "size": "129;16", "children": []}, {"name": null, "role": "AXStaticText", "description": null, "role_description": "text", "value": "Spy", "position": "700.00;15197.00", "size": "129;16", "children": []}, {"name": null, "role": "AXStaticText", "description": null, "role_description": "text", "value": " ", "position": "830.00;15197.00", "size": "49;16", "children": []}]}, {"name": null, "role": "AXRow", "description": null, "role_description": "outline row", "value": null, "position": "200.00;15214.00", "size": "695;17", "children": [{"name": null, "role": "AXStaticText", "description": null, "role_description": "text", "value": "Plug-in Selection Spy", "position": "218.00;15214.00", "size": "221;16", "children": []}, {"name": null, "role": "AXStaticText", "description": null, "role_description": "text", "value": "⌥⇧F1", "position": "440.00;15214.00", "size": "129;16", "children": []}, {"name": null, "role": "AXStaticText", "description": null, "role_description": "text", "value": "In Dialogs and Windows", "position": "570.00;15214.00", "size": "129;16", "children": []}, {"name": null, "role": "AXStaticText", "description": null, "role_description": "text", "value": "Spy", "position": "700.00;15214.00", "size": "129;16", "children": []}, {"name": null, "role": "AXStaticText", "description": null, "role_description": "text", "value": " ", "position": "830.00;15214.00", "size": "49;16", "children": []}]}, {"name": null, "role": "AXRow", "description": null, "role_description": "outline row", "value": null, "position": "200.00;15231.00", "size": "695;17", "children": [{"name": null, "role": "AXStaticText", "description": null, "role_description": "text", "value": "Preferences", "position": "218.00;15231.00", "size": "221;16", "children": []}, {"name": null, "role": "AXStaticText", "description": null, "role_description": "text", "value": "", "position": "440.00;15231.00", "size": "129;16", "children": []}, {"name": null, "role": "AXStaticText", "description": null, "role_description": "text", "value": "", "position": "570.00;15231.00", "size": "129;16", "children": []}, {"name": null, "role": "AXStaticText", "description": null, "role_description": "text", "value": "Window", "position": "700.00;15231.00", "size": "129;16", "children": []}, {"name": null, "role": "AXStaticText", "description": null, "role_description": "text", "value": " ", "position": "830.00;15231.00", "size": "49;16", "children": []}]}, {"name": null, "role": "AXRow", "description": null, "role_description": "outline row", "value": null, "position": "200.00;15248.00", "size": "695;17", "children": [{"name": null, "role": "AXStaticText", "description": null, "role_description": "text", "value": "Preferences (Alf)", "position": "218.00;15248.00", "size": "221;16", "children": []}, {"name": null, "role": "AXStaticText", "description": null, "role_description": "text", "value": "", "position": "440.00;15248.00", "size": "129;16", "children": []}, {"name": null, "role": "AXStaticText", "description": null, "role_description": "text", "value": "", "position": "570.00;15248.00", "size": "129;16", "children": []}, {"name": null, "role": "AXStaticText", "description": null, "role_description": "text", "value": "Window", "position": "700.00;15248.00", "size": "129;16", "children": []}, {"name": null, "role": "AXStaticText", "description": null, "role_description": "text", "value": " ", "position": "830.00;15248.00", "size": "49;16", "children": []}]}, {"name": null, "role": "AXRow", "description": null, "role_description": "outline row", "value": null, "position": "200.00;15265.00", "size": "695;17", "children": [{"name": null, "role": "AXStaticText", "description": null, "role_description": "text", "value": "Preferences (Alf > Compiler)", "position": "218.00;15265.00", "size": "221;16", "children": []}, {"name": null, "role": "AXStaticText", "description": null, "role_description": "text", "value": "", "position": "440.00;15265.00", "size": "129;16", "children": []}, {"name": null, "role": "AXStaticText", "description": null, "role_description": "text", "value": "", "position": "570.00;15265.00", "size": "129;16", "children": []}, {"name": null, "role": "AXStaticText", "description": null, "role_description": "text", "value": "Window", "position": "700.00;15265.00", "size": "129;16", "children": []}, {"name": null, "role": "AXStaticText", "description": null, "role_description": "text", "value": " ", "position": "830.00;15265.00", "size": "49;16", "children": []}]}, {"name": null, "role": "AXRow", "description": null, "role_description": "outline row", "value": null, "position": "200.00;15282.00", "size": "695;17", "children": [{"name": null, "role": "AXStaticText", "description": null, "role_description": "text", "value": "Preferences (Alf > Refactoring)", "position": "218.00;15282.00", "size": "221;16", "children": []}, {"name": null, "role": "AXStaticText", "description": null, "role_description": "text", "value": "", "position": "440.00;15282.00", "size": "129;16", "children": []}, {"name": null, "role": "AXStaticText", "description": null, "role_description": "text", "value": "", "position": "570.00;15282.00", "size": "129;16", "children": []}, {"name": null, "role": "AXStaticText", "description": null, "role_description": "text", "value": "Window", "position": "700.00;15282.00", "size": "129;16", "children": []}, {"name": null, "role": "AXStaticText", "description": null, "role_description": "text", "value": " ", "position": "830.00;15282.00", "size": "49;16", "children": []}]}, {"name": null, "role": "AXRow", "description": null, "role_description": "outline row", "value": null, "position": "200.00;15299.00", "size": "695;17", "children": [{"name": null, "role": "AXStaticText", "description": null, "role_description": "text", "value": "Preferences (Alf > Syntax Coloring)", "position": "218.00;15299.00", "size": "221;16", "children": []}, {"name": null, "role": "AXStaticText", "description": null, "role_description": "text", "value": "", "position": "440.00;15299.00", "size": "129;16", "children": []}, {"name": null, "role": "AXStaticText", "description": null, "role_description": "text", "value": "", "position": "570.00;15299.00", "size": "129;16", "children": []}, {"name": null, "role": "AXStaticText", "description": null, "role_description": "text", "value": "Window", "position": "700.00;15299.00", "size": "129;16", "children": []}, {"name": null, "role": "AXStaticText", "description": null, "role_description": "text", "value": " ", "position": "830.00;15299.00", "size": "49;16", "children": []}]}, {"name": null, "role": "AXRow", "description": null, "role_description": "outline row", "value": null, "position": "200.00;15316.00", "size": "695;17", "children": [{"name": null, "role": "AXStaticText", "description": null, "role_description": "text", "value": "Preferences (Alf > Templates)", "position": "218.00;15316.00", "size": "221;16", "children": []}, {"name": null, "role": "AXStaticText", "description": null, "role_description": "text", "value": "", "position": "440.00;15316.00", "size": "129;16", "children": []}, {"name": null, "role": "AXStaticText", "description": null, "role_description": "text", "value": "", "position": "570.00;15316.00", "size": "129;16", "children": []}, {"name": null, "role": "AXStaticText", "description": null, "role_description": "text", "value": "Window", "position": "700.00;15316.00", "size": "129;16", "children": []}, {"name": null, "role": "AXStaticText", "description": null, "role_description": "text", "value": " ", "position": "830.00;15316.00", "size": "49;16", "children": []}]}, {"name": null, "role": "AXRow", "description": null, "role_description": "outline row", "value": null, "position": "200.00;15333.00", "size": "695;17", "children": [{"name": null, "role": "AXStaticText", "description": null, "role_description": "text", "value": "Preferences (Ant)", "position": "218.00;15333.00", "size": "221;16", "children": []}, {"name": null, "role": "AXStaticText", "description": null, "role_description": "text", "value": "", "position": "440.00;15333.00", "size": "129;16", "children": []}, {"name": null, "role": "AXStaticText", "description": null, "role_description": "text", "value": "", "position": "570.00;15333.00", "size": "129;16", "children": []}, {"name": null, "role": "AXStaticText", "description": null, "role_description": "text", "value": "Window", "position": "700.00;15333.00", "size": "129;16", "children": []}, {"name": null, "role": "AXStaticText", "description": null, "role_description": "text", "value": " ", "position": "830.00;15333.00", "size": "49;16", "children": []}]}, {"name": null, "role": "AXRow", "description": null, "role_description": "outline row", "value": null, "position": "200.00;15350.00", "size": "695;17", "children": [{"name": null, "role": "AXStaticText", "description": null, "role_description": "text", "value": "Preferences (Ant > Editor)", "position": "218.00;15350.00", "size": "221;16", "children": []}, {"name": null, "role": "AXStaticText", "description": null, "role_description": "text", "value": "", "position": "440.00;15350.00", "size": "129;16", "children": []}, {"name": null, "role": "AXStaticText", "description": null, "role_description": "text", "value": "", "position": "570.00;15350.00", "size": "129;16", "children": []}, {"name": null, "role": "AXStaticText", "description": null, "role_description": "text", "value": "Window", "position": "700.00;15350.00", "size": "129;16", "children": []}, {"name": null, "role": "AXStaticText", "description": null, "role_description": "text", "value": " ", "position": "830.00;15350.00", "size": "49;16", "children": []}]}, {"name": null, "role": "AXRow", "description": null, "role_description": "outline row", "value": null, "position": "200.00;15367.00", "size": "695;17", "children": [{"name": null, "role": "AXStaticText", "description": null, "role_description": "text", "value": "Preferences (Ant > Editor > Content Assist)", "position": "218.00;15367.00", "size": "221;16", "children": []}, {"name": null, "role": "AXStaticText", "description": null, "role_description": "text", "value": "", "position": "440.00;15367.00", "size": "129;16", "children": []}, {"name": null, "role": "AXStaticText", "description": null, "role_description": "text", "value": "", "position": "570.00;15367.00", "size": "129;16", "children": []}, {"name": null, "role": "AXStaticText", "description": null, "role_description": "text", "value": "Window", "position": "700.00;15367.00", "size": "129;16", "children": []}, {"name": null, "role": "AXStaticText", "description": null, "role_description": "text", "value": " ", "position": "830.00;15367.00", "size": "49;16", "children": []}]}, {"name": null, "role": "AXRow", "description": null, "role_description": "outline row", "value": null, "position": "200.00;15384.00", "size": "695;17", "children": [{"name": null, "role": "AXStaticText", "description": null, "role_description": "text", "value": "Preferences (Ant > Editor > Formatter)", "position": "218.00;15384.00", "size": "221;16", "children": []}, {"name": null, "role": "AXStaticText", "description": null, "role_description": "text", "value": "", "position": "440.00;15384.00", "size": "129;16", "children": []}, {"name": null, "role": "AXStaticText", "description": null, "role_description": "text", "value": "", "position": "570.00;15384.00", "size": "129;16", "children": []}, {"name": null, "role": "AXStaticText", "description": null, "role_description": "text", "value": "Window", "position": "700.00;15384.00", "size": "129;16", "children": []}, {"name": null, "role": "AXStaticText", "description": null, "role_description": "text", "value": " ", "position": "830.00;15384.00", "size": "49;16", "children": []}]}, {"name": null, "role": "AXRow", "description": null, "role_description": "outline row", "value": null, "position": "200.00;15401.00", "size": "695;17", "children": [{"name": null, "role": "AXStaticText", "description": null, "role_description": "text", "value": "Preferences (Ant > Editor > Templates)", "position": "218.00;15401.00", "size": "221;16", "children": []}, {"name": null, "role": "AXStaticText", "description": null, "role_description": "text", "value": "", "position": "440.00;15401.00", "size": "129;16", "children": []}, {"name": null, "role": "AXStaticText", "description": null, "role_description": "text", "value": "", "position": "570.00;15401.00", "size": "129;16", "children": []}, {"name": null, "role": "AXStaticText", "description": null, "role_description": "text", "value": "Window", "position": "700.00;15401.00", "size": "129;16", "children": []}, {"name": null, "role": "AXStaticText", "description": null, "role_description": "text", "value": " ", "position": "830.00;15401.00", "size": "49;16", "children": []}]}, {"name": null, "role": "AXRow", "description": null, "role_description": "outline row", "value": null, "position": "200.00;15418.00", "size": "695;17", "children": [{"name": null, "role": "AXStaticText", "description": null, "role_description": "text", "value": "Preferences (Ant > Runtime)", "position": "218.00;15418.00", "size": "221;16", "children": []}, {"name": null, "role": "AXStaticText", "description": null, "role_description": "text", "value": "", "position": "440.00;15418.00", "size": "129;16", "children": []}, {"name": null, "role": "AXStaticText", "description": null, "role_description": "text", "value": "", "position": "570.00;15418.00", "size": "129;16", "children": []}, {"name": null, "role": "AXStaticText", "description": null, "role_description": "text", "value": "Window", "position": "700.00;15418.00", "size": "129;16", "children": []}, {"name": null, "role": "AXStaticText", "description": null, "role_description": "text", "value": " ", "position": "830.00;15418.00", "size": "49;16", "children": []}]}, {"name": null, "role": "AXRow", "description": null, "role_description": "outline row", "value": null, "position": "200.00;15435.00", "size": "695;17", "children": [{"name": null, "role": "AXStaticText", "description": null, "role_description": "text", "value": "Preferences (Context)", "position": "218.00;15435.00", "size": "221;16", "children": []}, {"name": null, "role": "AXStaticText", "description": null, "role_description": "text", "value": "", "position": "440.00;15435.00", "size": "129;16", "children": []}, {"name": null, "role": "AXStaticText", "description": null, "role_description": "text", "value": "", "position": "570.00;15435.00", "size": "129;16", "children": []}, {"name": null, "role": "AXStaticText", "description": null, "role_description": "text", "value": "Window", "position": "700.00;15435.00", "size": "129;16", "children": []}, {"name": null, "role": "AXStaticText", "description": null, "role_description": "text", "value": " ", "position": "830.00;15435.00", "size": "49;16", "children": []}]}, {"name": null, "role": "AXRow", "description": null, "role_description": "outline row", "value": null, "position": "200.00;15452.00", "size": "695;17", "children": [{"name": null, "role": "AXStaticText", "description": null, "role_description": "text", "value": "Preferences (Context > Breakpoints)", "position": "218.00;15452.00", "size": "221;16", "children": []}, {"name": null, "role": "AXStaticText", "description": null, "role_description": "text", "value": "", "position": "440.00;15452.00", "size": "129;16", "children": []}, {"name": null, "role": "AXStaticText", "description": null, "role_description": "text", "value": "", "position": "570.00;15452.00", "size": "129;16", "children": []}, {"name": null, "role": "AXStaticText", "description": null, "role_description": "text", "value": "Window", "position": "700.00;15452.00", "size": "129;16", "children": []}, {"name": null, "role": "AXStaticText", "description": null, "role_description": "text", "value": " ", "position": "830.00;15452.00", "size": "49;16", "children": []}]}, {"name": null, "role": "AXRow", "description": null, "role_description": "outline row", "value": null, "position": "200.00;15469.00", "size": "695;17", "children": [{"name": null, "role": "AXStaticText", "description": null, "role_description": "text", "value": "Preferences (Context > Resources)", "position": "218.00;15469.00", "size": "221;16", "children": []}, {"name": null, "role": "AXStaticText", "description": null, "role_description": "text", "value": "", "position": "440.00;15469.00", "size": "129;16", "children": []}, {"name": null, "role": "AXStaticText", "description": null, "role_description": "text", "value": "", "position": "570.00;15469.00", "size": "129;16", "children": []}, {"name": null, "role": "AXStaticText", "description": null, "role_description": "text", "value": "Window", "position": "700.00;15469.00", "size": "129;16", "children": []}, {"name": null, "role": "AXStaticText", "description": null, "role_description": "text", "value": " ", "position": "830.00;15469.00", "size": "49;16", "children": []}]}, {"name": null, "role": "AXRow", "description": null, "role_description": "outline row", "value": null, "position": "200.00;15486.00", "size": "695;17", "children": [{"name": null, "role": "AXStaticText", "description": null, "role_description": "text", "value": "Preferences (CSS)", "position": "218.00;15486.00", "size": "221;16", "children": []}, {"name": null, "role": "AXStaticText", "description": null, "role_description": "text", "value": "", "position": "440.00;15486.00", "size": "129;16", "children": []}, {"name": null, "role": "AXStaticText", "description": null, "role_description": "text", "value": "", "position": "570.00;15486.00", "size": "129;16", "children": []}, {"name": null, "role": "AXStaticText", "description": null, "role_description": "text", "value": "Window", "position": "700.00;15486.00", "size": "129;16", "children": []}, {"name": null, "role": "AXStaticText", "description": null, "role_description": "text", "value": " ", "position": "830.00;15486.00", "size": "49;16", "children": []}]}, {"name": null, "role": "AXRow", "description": null, "role_description": "outline row", "value": null, "position": "200.00;15503.00", "size": "695;17", "children": [{"name": null, "role": "AXStaticText", "description": null, "role_description": "text", "value": "Preferences (CSS > Compiler)", "position": "218.00;15503.00", "size": "221;16", "children": []}, {"name": null, "role": "AXStaticText", "description": null, "role_description": "text", "value": "", "position": "440.00;15503.00", "size": "129;16", "children": []}, {"name": null, "role": "AXStaticText", "description": null, "role_description": "text", "value": "", "position": "570.00;15503.00", "size": "129;16", "children": []}, {"name": null, "role": "AXStaticText", "description": null, "role_description": "text", "value": "Window", "position": "700.00;15503.00", "size": "129;16", "children": []}, {"name": null, "role": "AXStaticText", "description": null, "role_description": "text", "value": " ", "position": "830.00;15503.00", "size": "49;16", "children": []}]}, {"name": null, "role": "AXRow", "description": null, "role_description": "outline row", "value": null, "position": "200.00;15520.00", "size": "695;17", "children": [{"name": null, "role": "AXStaticText", "description": null, "role_description": "text", "value": "Preferences (CSS > Refactoring)", "position": "218.00;15520.00", "size": "221;16", "children": []}, {"name": null, "role": "AXStaticText", "description": null, "role_description": "text", "value": "", "position": "440.00;15520.00", "size": "129;16", "children": []}, {"name": null, "role": "AXStaticText", "description": null, "role_description": "text", "value": "", "position": "570.00;15520.00", "size": "129;16", "children": []}, {"name": null, "role": "AXStaticText", "description": null, "role_description": "text", "value": "Window", "position": "700.00;15520.00", "size": "129;16", "children": []}, {"name": null, "role": "AXStaticText", "description": null, "role_description": "text", "value": " ", "position": "830.00;15520.00", "size": "49;16", "children": []}]}, {"name": null, "role": "AXRow", "description": null, "role_description": "outline row", "value": null, "position": "200.00;15537.00", "size": "695;17", "children": [{"name": null, "role": "AXStaticText", "description": null, "role_description": "text", "value": "Preferences (CSS > Syntax Coloring)", "position": "218.00;15537.00", "size": "221;16", "children": []}, {"name": null, "role": "AXStaticText", "description": null, "role_description": "text", "value": "", "position": "440.00;15537.00", "size": "129;16", "children": []}, {"name": null, "role": "AXStaticText", "description": null, "role_description": "text", "value": "", "position": "570.00;15537.00", "size": "129;16", "children": []}, {"name": null, "role": "AXStaticText", "description": null, "role_description": "text", "value": "Window", "position": "700.00;15537.00", "size": "129;16", "children": []}, {"name": null, "role": "AXStaticText", "description": null, "role_description": "text", "value": " ", "position": "830.00;15537.00", "size": "49;16", "children": []}]}, {"name": null, "role": "AXRow", "description": null, "role_description": "outline row", "value": null, "position": "200.00;15554.00", "size": "695;17", "children": [{"name": null, "role": "AXStaticText", "description": null, "role_description": "text", "value": "Preferences (CSS > Templates)", "position": "218.00;15554.00", "size": "221;16", "children": []}, {"name": null, "role": "AXStaticText", "description": null, "role_description": "text", "value": "", "position": "440.00;15554.00", "size": "129;16", "children": []}, {"name": null, "role": "AXStaticText", "description": null, "role_description": "text", "value": "", "position": "570.00;15554.00", "size": "129;16", "children": []}, {"name": null, "role": "AXStaticText", "description": null, "role_description": "text", "value": "Window", "position": "700.00;15554.00", "size": "129;16", "children": []}, {"name": null, "role": "AXStaticText", "description": null, "role_description": "text", "value": " ", "position": "830.00;15554.00", "size": "49;16", "children": []}]}, {"name": null, "role": "AXRow", "description": null, "role_description": "outline row", "value": null, "position": "200.00;15571.00", "size": "695;17", "children": [{"name": null, "role": "AXStaticText", "description": null, "role_description": "text", "value": "Preferences (EMF Compare)", "position": "218.00;15571.00", "size": "221;16", "children": []}, {"name": null, "role": "AXStaticText", "description": null, "role_description": "text", "value": "", "position": "440.00;15571.00", "size": "129;16", "children": []}, {"name": null, "role": "AXStaticText", "description": null, "role_description": "text", "value": "", "position": "570.00;15571.00", "size": "129;16", "children": []}, {"name": null, "role": "AXStaticText", "description": null, "role_description": "text", "value": "Window", "position": "700.00;15571.00", "size": "129;16", "children": []}, {"name": null, "role": "AXStaticText", "description": null, "role_description": "text", "value": " ", "position": "830.00;15571.00", "size": "49;16", "children": []}]}, {"name": null, "role": "AXRow", "description": null, "role_description": "outline row", "value": null, "position": "200.00;15588.00", "size": "695;17", "children": [{"name": null, "role": "AXStaticText", "description": null, "role_description": "text", "value": "Preferences (EMF Compare > Editor)", "position": "218.00;15588.00", "size": "221;16", "children": []}, {"name": null, "role": "AXStaticText", "description": null, "role_description": "text", "value": "", "position": "440.00;15588.00", "size": "129;16", "children": []}, {"name": null, "role": "AXStaticText", "description": null, "role_description": "text", "value": "", "position": "570.00;15588.00", "size": "129;16", "children": []}, {"name": null, "role": "AXStaticText", "description": null, "role_description": "text", "value": "Window", "position": "700.00;15588.00", "size": "129;16", "children": []}, {"name": null, "role": "AXStaticText", "description": null, "role_description": "text", "value": " ", "position": "830.00;15588.00", "size": "49;16", "children": []}]}, {"name": null, "role": "AXRow", "description": null, "role_description": "outline row", "value": null, "position": "200.00;15605.00", "size": "695;17", "children": [{"name": null, "role": "AXStaticText", "description": null, "role_description": "text", "value": "Preferences (EMF Compare > Engines)", "position": "218.00;15605.00", "size": "221;16", "children": []}, {"name": null, "role": "AXStaticText", "description": null, "role_description": "text", "value": "", "position": "440.00;15605.00", "size": "129;16", "children": []}, {"name": null, "role": "AXStaticText", "description": null, "role_description": "text", "value": "", "position": "570.00;15605.00", "size": "129;16", "children": []}, {"name": null, "role": "AXStaticText", "description": null, "role_description": "text", "value": "Window", "position": "700.00;15605.00", "size": "129;16", "children": []}, {"name": null, "role": "AXStaticText", "description": null, "role_description": "text", "value": " ", "position": "830.00;15605.00", "size": "49;16", "children": []}]}, {"name": null, "role": "AXRow", "description": null, "role_description": "outline row", "value": null, "position": "200.00;15622.00", "size": "695;17", "children": [{"name": null, "role": "AXStaticText", "description": null, "role_description": "text", "value": "Preferences (EMF Compare > Filters)", "position": "218.00;15622.00", "size": "221;16", "children": []}, {"name": null, "role": "AXStaticText", "description": null, "role_description": "text", "value": "", "position": "440.00;15622.00", "size": "129;16", "children": []}, {"name": null, "role": "AXStaticText", "description": null, "role_description": "text", "value": "", "position": "570.00;15622.00", "size": "129;16", "children": []}, {"name": null, "role": "AXStaticText", "description": null, "role_description": "text", "value": "Window", "position": "700.00;15622.00", "size": "129;16", "children": []}, {"name": null, "role": "AXStaticText", "description": null, "role_description": "text", "value": " ", "position": "830.00;15622.00", "size": "49;16", "children": []}]}, {"name": null, "role": "AXRow", "description": null, "role_description": "outline row", "value": null, "position": "200.00;15639.00", "size": "695;17", "children": [{"name": null, "role": "AXStaticText", "description": null, "role_description": "text", "value": "Preferences (EMF Compare > Groups)", "position": "218.00;15639.00", "size": "221;16", "children": []}, {"name": null, "role": "AXStaticText", "description": null, "role_description": "text", "value": "", "position": "440.00;15639.00", "size": "129;16", "children": []}, {"name": null, "role": "AXStaticText", "description": null, "role_description": "text", "value": "", "position": "570.00;15639.00", "size": "129;16", "children": []}, {"name": null, "role": "AXStaticText", "description": null, "role_description": "text", "value": "Window", "position": "700.00;15639.00", "size": "129;16", "children": []}, {"name": null, "role": "AXStaticText", "description": null, "role_description": "text", "value": " ", "position": "830.00;15639.00", "size": "49;16", "children": []}]}, {"name": null, "role": "AXRow", "description": null, "role_description": "outline row", "value": null, "position": "200.00;15656.00", "size": "695;17", "children": [{"name": null, "role": "AXStaticText", "description": null, "role_description": "text", "value": "Preferences (EMF Compare > Item Providers)", "position": "218.00;15656.00", "size": "221;16", "children": []}, {"name": null, "role": "AXStaticText", "description": null, "role_description": "text", "value": "", "position": "440.00;15656.00", "size": "129;16", "children": []}, {"name": null, "role": "AXStaticText", "description": null, "role_description": "text", "value": "", "position": "570.00;15656.00", "size": "129;16", "children": []}, {"name": null, "role": "AXStaticText", "description": null, "role_description": "text", "value": "Window", "position": "700.00;15656.00", "size": "129;16", "children": []}, {"name": null, "role": "AXStaticText", "description": null, "role_description": "text", "value": " ", "position": "830.00;15656.00", "size": "49;16", "children": []}]}, {"name": null, "role": "AXRow", "description": null, "role_description": "outline row", "value": null, "position": "200.00;15673.00", "size": "695;17", "children": [{"name": null, "role": "AXStaticText", "description": null, "role_description": "text", "value": "Preferences (EMF Compare > Logging)", "position": "218.00;15673.00", "size": "221;16", "children": []}, {"name": null, "role": "AXStaticText", "description": null, "role_description": "text", "value": "", "position": "440.00;15673.00", "size": "129;16", "children": []}, {"name": null, "role": "AXStaticText", "description": null, "role_description": "text", "value": "", "position": "570.00;15673.00", "size": "129;16", "children": []}, {"name": null, "role": "AXStaticText", "description": null, "role_description": "text", "value": "Window", "position": "700.00;15673.00", "size": "129;16", "children": []}, {"name": null, "role": "AXStaticText", "description": null, "role_description": "text", "value": " ", "position": "830.00;15673.00", "size": "49;16", "children": []}]}, {"name": null, "role": "AXRow", "description": null, "role_description": "outline row", "value": null, "position": "200.00;15690.00", "size": "695;17", "children": [{"name": null, "role": "AXStaticText", "description": null, "role_description": "text", "value": "Preferences (EMF Compare > Merge)", "position": "218.00;15690.00", "size": "221;16", "children": []}, {"name": null, "role": "AXStaticText", "description": null, "role_description": "text", "value": "", "position": "440.00;15690.00", "size": "129;16", "children": []}, {"name": null, "role": "AXStaticText", "description": null, "role_description": "text", "value": "", "position": "570.00;15690.00", "size": "129;16", "children": []}, {"name": null, "role": "AXStaticText", "description": null, "role_description": "text", "value": "Window", "position": "700.00;15690.00", "size": "129;16", "children": []}, {"name": null, "role": "AXStaticText", "description": null, "role_description": "text", "value": " ", "position": "830.00;15690.00", "size": "49;16", "children": []}]}, {"name": null, "role": "AXRow", "description": null, "role_description": "outline row", "value": null, "position": "200.00;15707.00", "size": "695;17", "children": [{"name": null, "role": "AXStaticText", "description": null, "role_description": "text", "value": "Preferences (EMF Compare > Post Processors)", "position": "218.00;15707.00", "size": "221;16", "children": []}, {"name": null, "role": "AXStaticText", "description": null, "role_description": "text", "value": "", "position": "440.00;15707.00", "size": "129;16", "children": []}, {"name": null, "role": "AXStaticText", "description": null, "role_description": "text", "value": "", "position": "570.00;15707.00", "size": "129;16", "children": []}, {"name": null, "role": "AXStaticText", "description": null, "role_description": "text", "value": "Window", "position": "700.00;15707.00", "size": "129;16", "children": []}, {"name": null, "role": "AXStaticText", "description": null, "role_description": "text", "value": " ", "position": "830.00;15707.00", "size": "49;16", "children": []}]}, {"name": null, "role": "AXRow", "description": null, "role_description": "outline row", "value": null, "position": "200.00;15724.00", "size": "695;17", "children": [{"name": null, "role": "AXStaticText", "description": null, "role_description": "text", "value": "Preferences (EMF Compare > Resolution Strategy)", "position": "218.00;15724.00", "size": "221;16", "children": []}, {"name": null, "role": "AXStaticText", "description": null, "role_description": "text", "value": "", "position": "440.00;15724.00", "size": "129;16", "children": []}, {"name": null, "role": "AXStaticText", "description": null, "role_description": "text", "value": "", "position": "570.00;15724.00", "size": "129;16", "children": []}, {"name": null, "role": "AXStaticText", "description": null, "role_description": "text", "value": "Window", "position": "700.00;15724.00", "size": "129;16", "children": []}, {"name": null, "role": "AXStaticText", "description": null, "role_description": "text", "value": " ", "position": "830.00;15724.00", "size": "49;16", "children": []}]}, {"name": null, "role": "AXRow", "description": null, "role_description": "outline row", "value": null, "position": "200.00;15741.00", "size": "695;17", "children": [{"name": null, "role": "AXStaticText", "description": null, "role_description": "text", "value": "Preferences (General)", "position": "218.00;15741.00", "size": "221;16", "children": []}, {"name": null, "role": "AXStaticText", "description": null, "role_description": "text", "value": "", "position": "440.00;15741.00", "size": "129;16", "children": []}, {"name": null, "role": "AXStaticText", "description": null, "role_description": "text", "value": "", "position": "570.00;15741.00", "size": "129;16", "children": []}, {"name": null, "role": "AXStaticText", "description": null, "role_description": "text", "value": "Window", "position": "700.00;15741.00", "size": "129;16", "children": []}, {"name": null, "role": "AXStaticText", "description": null, "role_description": "text", "value": " ", "position": "830.00;15741.00", "size": "49;16", "children": []}]}, {"name": null, "role": "AXRow", "description": null, "role_description": "outline row", "value": null, "position": "200.00;15758.00", "size": "695;17", "children": [{"name": null, "role": "AXStaticText", "description": null, "role_description": "text", "value": "Preferences (General > Appearance)", "position": "218.00;15758.00", "size": "221;16", "children": []}, {"name": null, "role": "AXStaticText", "description": null, "role_description": "text", "value": "", "position": "440.00;15758.00", "size": "129;16", "children": []}, {"name": null, "role": "AXStaticText", "description": null, "role_description": "text", "value": "", "position": "570.00;15758.00", "size": "129;16", "children": []}, {"name": null, "role": "AXStaticText", "description": null, "role_description": "text", "value": "Window", "position": "700.00;15758.00", "size": "129;16", "children": []}, {"name": null, "role": "AXStaticText", "description": null, "role_description": "text", "value": " ", "position": "830.00;15758.00", "size": "49;16", "children": []}]}, {"name": null, "role": "AXRow", "description": null, "role_description": "outline row", "value": null, "position": "200.00;15775.00", "size": "695;17", "children": [{"name": null, "role": "AXStaticText", "description": null, "role_description": "text", "value": "Preferences (General > Appearance > Colors and Fonts)", "position": "218.00;15775.00", "size": "221;16", "children": []}, {"name": null, "role": "AXStaticText", "description": null, "role_description": "text", "value": "", "position": "440.00;15775.00", "size": "129;16", "children": []}, {"name": null, "role": "AXStaticText", "description": null, "role_description": "text", "value": "", "position": "570.00;15775.00", "size": "129;16", "children": []}, {"name": null, "role": "AXStaticText", "description": null, "role_description": "text", "value": "Window", "position": "700.00;15775.00", "size": "129;16", "children": []}, {"name": null, "role": "AXStaticText", "description": null, "role_description": "text", "value": " ", "position": "830.00;15775.00", "size": "49;16", "children": []}]}, {"name": null, "role": "AXRow", "description": null, "role_description": "outline row", "value": null, "position": "200.00;15792.00", "size": "695;17", "children": [{"name": null, "role": "AXStaticText", "description": null, "role_description": "text", "value": "Preferences (General > Appearance > Label Decorations)", "position": "218.00;15792.00", "size": "221;16", "children": []}, {"name": null, "role": "AXStaticText", "description": null, "role_description": "text", "value": "", "position": "440.00;15792.00", "size": "129;16", "children": []}, {"name": null, "role": "AXStaticText", "description": null, "role_description": "text", "value": "", "position": "570.00;15792.00", "size": "129;16", "children": []}, {"name": null, "role": "AXStaticText", "description": null, "role_description": "text", "value": "Window", "position": "700.00;15792.00", "size": "129;16", "children": []}, {"name": null, "role": "AXStaticText", "description": null, "role_description": "text", "value": " ", "position": "830.00;15792.00", "size": "49;16", "children": []}]}, {"name": null, "role": "AXRow", "description": null, "role_description": "outline row", "value": null, "position": "200.00;15809.00", "size": "695;17", "children": [{"name": null, "role": "AXStaticText", "description": null, "role_description": "text", "value": "Preferences (General > Capabilities)", "position": "218.00;15809.00", "size": "221;16", "children": []}, {"name": null, "role": "AXStaticText", "description": null, "role_description": "text", "value": "", "position": "440.00;15809.00", "size": "129;16", "children": []}, {"name": null, "role": "AXStaticText", "description": null, "role_description": "text", "value": "", "position": "570.00;15809.00", "size": "129;16", "children": []}, {"name": null, "role": "AXStaticText", "description": null, "role_description": "text", "value": "Window", "position": "700.00;15809.00", "size": "129;16", "children": []}, {"name": null, "role": "AXStaticText", "description": null, "role_description": "text", "value": " ", "position": "830.00;15809.00", "size": "49;16", "children": []}]}, {"name": null, "role": "AXRow", "description": null, "role_description": "outline row", "value": null, "position": "200.00;15826.00", "size": "695;17", "children": [{"name": null, "role": "AXStaticText", "description": null, "role_description": "text", "value": "Preferences (General > Compare/Patch)", "position": "218.00;15826.00", "size": "221;16", "children": []}, {"name": null, "role": "AXStaticText", "description": null, "role_description": "text", "value": "", "position": "440.00;15826.00", "size": "129;16", "children": []}, {"name": null, "role": "AXStaticText", "description": null, "role_description": "text", "value": "", "position": "570.00;15826.00", "size": "129;16", "children": []}, {"name": null, "role": "AXStaticText", "description": null, "role_description": "text", "value": "Window", "position": "700.00;15826.00", "size": "129;16", "children": []}, {"name": null, "role": "AXStaticText", "description": null, "role_description": "text", "value": " ", "position": "830.00;15826.00", "size": "49;16", "children": []}]}, {"name": null, "role": "AXRow", "description": null, "role_description": "outline row", "value": null, "position": "200.00;15843.00", "size": "695;17", "children": [{"name": null, "role": "AXStaticText", "description": null, "role_description": "text", "value": "Preferences (General > Content Types)", "position": "218.00;15843.00", "size": "221;16", "children": []}, {"name": null, "role": "AXStaticText", "description": null, "role_description": "text", "value": "", "position": "440.00;15843.00", "size": "129;16", "children": []}, {"name": null, "role": "AXStaticText", "description": null, "role_description": "text", "value": "", "position": "570.00;15843.00", "size": "129;16", "children": []}, {"name": null, "role": "AXStaticText", "description": null, "role_description": "text", "value": "Window", "position": "700.00;15843.00", "size": "129;16", "children": []}, {"name": null, "role": "AXStaticText", "description": null, "role_description": "text", "value": " ", "position": "830.00;15843.00", "size": "49;16", "children": []}]}, {"name": null, "role": "AXRow", "description": null, "role_description": "outline row", "value": null, "position": "200.00;15860.00", "size": "695;17", "children": [{"name": null, "role": "AXStaticText", "description": null, "role_description": "text", "value": "Preferences (General > Editors)", "position": "218.00;15860.00", "size": "221;16", "children": []}, {"name": null, "role": "AXStaticText", "description": null, "role_description": "text", "value": "", "position": "440.00;15860.00", "size": "129;16", "children": []}, {"name": null, "role": "AXStaticText", "description": null, "role_description": "text", "value": "", "position": "570.00;15860.00", "size": "129;16", "children": []}, {"name": null, "role": "AXStaticText", "description": null, "role_description": "text", "value": "Window", "position": "700.00;15860.00", "size": "129;16", "children": []}, {"name": null, "role": "AXStaticText", "description": null, "role_description": "text", "value": " ", "position": "830.00;15860.00", "size": "49;16", "children": []}]}, {"name": null, "role": "AXRow", "description": null, "role_description": "outline row", "value": null, "position": "200.00;15877.00", "size": "695;17", "children": [{"name": null, "role": "AXStaticText", "description": null, "role_description": "text", "value": "Preferences (General > Editors > Autosave)", "position": "218.00;15877.00", "size": "221;16", "children": []}, {"name": null, "role": "AXStaticText", "description": null, "role_description": "text", "value": "", "position": "440.00;15877.00", "size": "129;16", "children": []}, {"name": null, "role": "AXStaticText", "description": null, "role_description": "text", "value": "", "position": "570.00;15877.00", "size": "129;16", "children": []}, {"name": null, "role": "AXStaticText", "description": null, "role_description": "text", "value": "Window", "position": "700.00;15877.00", "size": "129;16", "children": []}, {"name": null, "role": "AXStaticText", "description": null, "role_description": "text", "value": " ", "position": "830.00;15877.00", "size": "49;16", "children": []}]}, {"name": null, "role": "AXRow", "description": null, "role_description": "outline row", "value": null, "position": "200.00;15894.00", "size": "695;17", "children": [{"name": null, "role": "AXStaticText", "description": null, "role_description": "text", "value": "Preferences (General > Editors > File Associations)", "position": "218.00;15894.00", "size": "221;16", "children": []}, {"name": null, "role": "AXStaticText", "description": null, "role_description": "text", "value": "", "position": "440.00;15894.00", "size": "129;16", "children": []}, {"name": null, "role": "AXStaticText", "description": null, "role_description": "text", "value": "", "position": "570.00;15894.00", "size": "129;16", "children": []}, {"name": null, "role": "AXStaticText", "description": null, "role_description": "text", "value": "Window", "position": "700.00;15894.00", "size": "129;16", "children": []}, {"name": null, "role": "AXStaticText", "description": null, "role_description": "text", "value": " ", "position": "830.00;15894.00", "size": "49;16", "children": []}]}, {"name": null, "role": "AXRow", "description": null, "role_description": "outline row", "value": null, "position": "200.00;15911.00", "size": "695;17", "children": [{"name": null, "role": "AXStaticText", "description": null, "role_description": "text", "value": "Preferences (General > Editors > Large File Associations)", "position": "218.00;15911.00", "size": "221;16", "children": []}, {"name": null, "role": "AXStaticText", "description": null, "role_description": "text", "value": "", "position": "440.00;15911.00", "size": "129;16", "children": []}, {"name": null, "role": "AXStaticText", "description": null, "role_description": "text", "value": "", "position": "570.00;15911.00", "size": "129;16", "children": []}, {"name": null, "role": "AXStaticText", "description": null, "role_description": "text", "value": "Window", "position": "700.00;15911.00", "size": "129;16", "children": []}, {"name": null, "role": "AXStaticText", "description": null, "role_description": "text", "value": " ", "position": "830.00;15911.00", "size": "49;16", "children": []}]}, {"name": null, "role": "AXRow", "description": null, "role_description": "outline row", "value": null, "position": "200.00;15928.00", "size": "695;17", "children": [{"name": null, "role": "AXStaticText", "description": null, "role_description": "text", "value": "Preferences (General > Editors > Text Editors)", "position": "218.00;15928.00", "size": "221;16", "children": []}, {"name": null, "role": "AXStaticText", "description": null, "role_description": "text", "value": "", "position": "440.00;15928.00", "size": "129;16", "children": []}, {"name": null, "role": "AXStaticText", "description": null, "role_description": "text", "value": "", "position": "570.00;15928.00", "size": "129;16", "children": []}, {"name": null, "role": "AXStaticText", "description": null, "role_description": "text", "value": "Window", "position": "700.00;15928.00", "size": "129;16", "children": []}, {"name": null, "role": "AXStaticText", "description": null, "role_description": "text", "value": " ", "position": "830.00;15928.00", "size": "49;16", "children": []}]}, {"name": null, "role": "AXRow", "description": null, "role_description": "outline row", "value": null, "position": "200.00;15945.00", "size": "695;17", "children": [{"name": null, "role": "AXStaticText", "description": null, "role_description": "text", "value": "Preferences (General > Editors > Text Editors > Accessibility)", "position": "218.00;15945.00", "size": "221;16", "children": []}, {"name": null, "role": "AXStaticText", "description": null, "role_description": "text", "value": "", "position": "440.00;15945.00", "size": "129;16", "children": []}, {"name": null, "role": "AXStaticText", "description": null, "role_description": "text", "value": "", "position": "570.00;15945.00", "size": "129;16", "children": []}, {"name": null, "role": "AXStaticText", "description": null, "role_description": "text", "value": "Window", "position": "700.00;15945.00", "size": "129;16", "children": []}, {"name": null, "role": "AXStaticText", "description": null, "role_description": "text", "value": " ", "position": "830.00;15945.00", "size": "49;16", "children": []}]}, {"name": null, "role": "AXRow", "description": null, "role_description": "outline row", "value": null, "position": "200.00;15962.00", "size": "695;17", "children": [{"name": null, "role": "AXStaticText", "description": null, "role_description": "text", "value": "Preferences (General > Editors > Text Editors > Annotations)", "position": "218.00;15962.00", "size": "221;16", "children": []}, {"name": null, "role": "AXStaticText", "description": null, "role_description": "text", "value": "", "position": "440.00;15962.00", "size": "129;16", "children": []}, {"name": null, "role": "AXStaticText", "description": null, "role_description": "text", "value": "", "position": "570.00;15962.00", "size": "129;16", "children": []}, {"name": null, "role": "AXStaticText", "description": null, "role_description": "text", "value": "Window", "position": "700.00;15962.00", "size": "129;16", "children": []}, {"name": null, "role": "AXStaticText", "description": null, "role_description": "text", "value": " ", "position": "830.00;15962.00", "size": "49;16", "children": []}]}, {"name": null, "role": "AXRow", "description": null, "role_description": "outline row", "value": null, "position": "200.00;15979.00", "size": "695;17", "children": [{"name": null, "role": "AXStaticText", "description": null, "role_description": "text", "value": "Preferences (General > Editors > Text Editors > Generic Text Editors)", "position": "218.00;15979.00", "size": "221;16", "children": []}, {"name": null, "role": "AXStaticText", "description": null, "role_description": "text", "value": "", "position": "440.00;15979.00", "size": "129;16", "children": []}, {"name": null, "role": "AXStaticText", "description": null, "role_description": "text", "value": "", "position": "570.00;15979.00", "size": "129;16", "children": []}, {"name": null, "role": "AXStaticText", "description": null, "role_description": "text", "value": "Window", "position": "700.00;15979.00", "size": "129;16", "children": []}, {"name": null, "role": "AXStaticText", "description": null, "role_description": "text", "value": " ", "position": "830.00;15979.00", "size": "49;16", "children": []}]}, {"name": null, "role": "AXRow", "description": null, "role_description": "outline row", "value": null, "position": "200.00;15996.00", "size": "695;17", "children": [{"name": null, "role": "AXStaticText", "description": null, "role_description": "text", "value": "Preferences (General > Editors > Text Editors > Hyperlinking)", "position": "218.00;15996.00", "size": "221;16", "children": []}, {"name": null, "role": "AXStaticText", "description": null, "role_description": "text", "value": "", "position": "440.00;15996.00", "size": "129;16", "children": []}, {"name": null, "role": "AXStaticText", "description": null, "role_description": "text", "value": "", "position": "570.00;15996.00", "size": "129;16", "children": []}, {"name": null, "role": "AXStaticText", "description": null, "role_description": "text", "value": "Window", "position": "700.00;15996.00", "size": "129;16", "children": []}, {"name": null, "role": "AXStaticText", "description": null, "role_description": "text", "value": " ", "position": "830.00;15996.00", "size": "49;16", "children": []}]}, {"name": null, "role": "AXRow", "description": null, "role_description": "outline row", "value": null, "position": "200.00;16013.00", "size": "695;17", "children": [{"name": null, "role": "AXStaticText", "description": null, "role_description": "text", "value": "Preferences (General > Editors > Text Editors > Linked Mode)", "position": "218.00;16013.00", "size": "221;16", "children": []}, {"name": null, "role": "AXStaticText", "description": null, "role_description": "text", "value": "", "position": "440.00;16013.00", "size": "129;16", "children": []}, {"name": null, "role": "AXStaticText", "description": null, "role_description": "text", "value": "", "position": "570.00;16013.00", "size": "129;16", "children": []}, {"name": null, "role": "AXStaticText", "description": null, "role_description": "text", "value": "Window", "position": "700.00;16013.00", "size": "129;16", "children": []}, {"name": null, "role": "AXStaticText", "description": null, "role_description": "text", "value": " ", "position": "830.00;16013.00", "size": "49;16", "children": []}]}, {"name": null, "role": "AXRow", "description": null, "role_description": "outline row", "value": null, "position": "200.00;16030.00", "size": "695;17", "children": [{"name": null, "role": "AXStaticText", "description": null, "role_description": "text", "value": "Preferences (General > Editors > Text Editors > Quick Diff)", "position": "218.00;16030.00", "size": "221;16", "children": []}, {"name": null, "role": "AXStaticText", "description": null, "role_description": "text", "value": "", "position": "440.00;16030.00", "size": "129;16", "children": []}, {"name": null, "role": "AXStaticText", "description": null, "role_description": "text", "value": "", "position": "570.00;16030.00", "size": "129;16", "children": []}, {"name": null, "role": "AXStaticText", "description": null, "role_description": "text", "value": "Window", "position": "700.00;16030.00", "size": "129;16", "children": []}, {"name": null, "role": "AXStaticText", "description": null, "role_description": "text", "value": " ", "position": "830.00;16030.00", "size": "49;16", "children": []}]}, {"name": null, "role": "AXRow", "description": null, "role_description": "outline row", "value": null, "position": "200.00;16047.00", "size": "695;17", "children": [{"name": null, "role": "AXStaticText", "description": null, "role_description": "text", "value": "Preferences (General > Editors > Text Editors > Spelling)", "position": "218.00;16047.00", "size": "221;16", "children": []}, {"name": null, "role": "AXStaticText", "description": null, "role_description": "text", "value": "", "position": "440.00;16047.00", "size": "129;16", "children": []}, {"name": null, "role": "AXStaticText", "description": null, "role_description": "text", "value": "", "position": "570.00;16047.00", "size": "129;16", "children": []}, {"name": null, "role": "AXStaticText", "description": null, "role_description": "text", "value": "Window", "position": "700.00;16047.00", "size": "129;16", "children": []}, {"name": null, "role": "AXStaticText", "description": null, "role_description": "text", "value": " ", "position": "830.00;16047.00", "size": "49;16", "children": []}]}, {"name": null, "role": "AXRow", "description": null, "role_description": "outline row", "value": null, "position": "200.00;16064.00", "size": "695;17", "children": [{"name": null, "role": "AXStaticText", "description": null, "role_description": "text", "value": "Preferences (General > Globalization)", "position": "218.00;16064.00", "size": "221;16", "children": []}, {"name": null, "role": "AXStaticText", "description": null, "role_description": "text", "value": "", "position": "440.00;16064.00", "size": "129;16", "children": []}, {"name": null, "role": "AXStaticText", "description": null, "role_description": "text", "value": "", "position": "570.00;16064.00", "size": "129;16", "children": []}, {"name": null, "role": "AXStaticText", "description": null, "role_description": "text", "value": "Window", "position": "700.00;16064.00", "size": "129;16", "children": []}, {"name": null, "role": "AXStaticText", "description": null, "role_description": "text", "value": " ", "position": "830.00;16064.00", "size": "49;16", "children": []}]}, {"name": null, "role": "AXRow", "description": null, "role_description": "outline row", "value": null, "position": "200.00;16081.00", "size": "695;17", "children": [{"name": null, "role": "AXStaticText", "description": null, "role_description": "text", "value": "Preferences (General > Keys)", "position": "218.00;16081.00", "size": "221;16", "children": []}, {"name": null, "role": "AXStaticText", "description": null, "role_description": "text", "value": "", "position": "440.00;16081.00", "size": "129;16", "children": []}, {"name": null, "role": "AXStaticText", "description": null, "role_description": "text", "value": "", "position": "570.00;16081.00", "size": "129;16", "children": []}, {"name": null, "role": "AXStaticText", "description": null, "role_description": "text", "value": "Window", "position": "700.00;16081.00", "size": "129;16", "children": []}, {"name": null, "role": "AXStaticText", "description": null, "role_description": "text", "value": " ", "position": "830.00;16081.00", "size": "49;16", "children": []}]}, {"name": null, "role": "AXRow", "description": null, "role_description": "outline row", "value": null, "position": "200.00;16098.00", "size": "695;17", "children": [{"name": null, "role": "AXStaticText", "description": null, "role_description": "text", "value": "Preferences (General > Link Handlers)", "position": "218.00;16098.00", "size": "221;16", "children": []}, {"name": null, "role": "AXStaticText", "description": null, "role_description": "text", "value": "", "position": "440.00;16098.00", "size": "129;16", "children": []}, {"name": null, "role": "AXStaticText", "description": null, "role_description": "text", "value": "", "position": "570.00;16098.00", "size": "129;16", "children": []}, {"name": null, "role": "AXStaticText", "description": null, "role_description": "text", "value": "Window", "position": "700.00;16098.00", "size": "129;16", "children": []}, {"name": null, "role": "AXStaticText", "description": null, "role_description": "text", "value": " ", "position": "830.00;16098.00", "size": "49;16", "children": []}]}, {"name": null, "role": "AXRow", "description": null, "role_description": "outline row", "value": null, "position": "200.00;16115.00", "size": "695;17", "children": [{"name": null, "role": "AXStaticText", "description": null, "role_description": "text", "value": "Preferences (General > Network Connections)", "position": "218.00;16115.00", "size": "221;16", "children": []}, {"name": null, "role": "AXStaticText", "description": null, "role_description": "text", "value": "", "position": "440.00;16115.00", "size": "129;16", "children": []}, {"name": null, "role": "AXStaticText", "description": null, "role_description": "text", "value": "", "position": "570.00;16115.00", "size": "129;16", "children": []}, {"name": null, "role": "AXStaticText", "description": null, "role_description": "text", "value": "Window", "position": "700.00;16115.00", "size": "129;16", "children": []}, {"name": null, "role": "AXStaticText", "description": null, "role_description": "text", "value": " ", "position": "830.00;16115.00", "size": "49;16", "children": []}]}, {"name": null, "role": "AXRow", "description": null, "role_description": "outline row", "value": null, "position": "200.00;16132.00", "size": "695;17", "children": [{"name": null, "role": "AXStaticText", "description": null, "role_description": "text", "value": "Preferences (General > Network Connections > SSH2)", "position": "218.00;16132.00", "size": "221;16", "children": []}, {"name": null, "role": "AXStaticText", "description": null, "role_description": "text", "value": "", "position": "440.00;16132.00", "size": "129;16", "children": []}, {"name": null, "role": "AXStaticText", "description": null, "role_description": "text", "value": "", "position": "570.00;16132.00", "size": "129;16", "children": []}, {"name": null, "role": "AXStaticText", "description": null, "role_description": "text", "value": "Window", "position": "700.00;16132.00", "size": "129;16", "children": []}, {"name": null, "role": "AXStaticText", "description": null, "role_description": "text", "value": " ", "position": "830.00;16132.00", "size": "49;16", "children": []}]}, {"name": null, "role": "AXRow", "description": null, "role_description": "outline row", "value": null, "position": "200.00;16149.00", "size": "695;17", "children": [{"name": null, "role": "AXStaticText", "description": null, "role_description": "text", "value": "Preferences (General > Notifications)", "position": "218.00;16149.00", "size": "221;16", "children": []}, {"name": null, "role": "AXStaticText", "description": null, "role_description": "text", "value": "", "position": "440.00;16149.00", "size": "129;16", "children": []}, {"name": null, "role": "AXStaticText", "description": null, "role_description": "text", "value": "", "position": "570.00;16149.00", "size": "129;16", "children": []}, {"name": null, "role": "AXStaticText", "description": null, "role_description": "text", "value": "Window", "position": "700.00;16149.00", "size": "129;16", "children": []}, {"name": null, "role": "AXStaticText", "description": null, "role_description": "text", "value": " ", "position": "830.00;16149.00", "size": "49;16", "children": []}]}, {"name": null, "role": "AXRow", "description": null, "role_description": "outline row", "value": null, "position": "200.00;16166.00", "size": "695;17", "children": [{"name": null, "role": "AXStaticText", "description": null, "role_description": "text", "value": "Preferences (General > Perspectives)", "position": "218.00;16166.00", "size": "221;16", "children": []}, {"name": null, "role": "AXStaticText", "description": null, "role_description": "text", "value": "", "position": "440.00;16166.00", "size": "129;16", "children": []}, {"name": null, "role": "AXStaticText", "description": null, "role_description": "text", "value": "", "position": "570.00;16166.00", "size": "129;16", "children": []}, {"name": null, "role": "AXStaticText", "description": null, "role_description": "text", "value": "Window", "position": "700.00;16166.00", "size": "129;16", "children": []}, {"name": null, "role": "AXStaticText", "description": null, "role_description": "text", "value": " ", "position": "830.00;16166.00", "size": "49;16", "children": []}]}, {"name": null, "role": "AXRow", "description": null, "role_description": "outline row", "value": null, "position": "200.00;16183.00", "size": "695;17", "children": [{"name": null, "role": "AXStaticText", "description": null, "role_description": "text", "value": "Preferences (General > Project Natures)", "position": "218.00;16183.00", "size": "221;16", "children": []}, {"name": null, "role": "AXStaticText", "description": null, "role_description": "text", "value": "", "position": "440.00;16183.00", "size": "129;16", "children": []}, {"name": null, "role": "AXStaticText", "description": null, "role_description": "text", "value": "", "position": "570.00;16183.00", "size": "129;16", "children": []}, {"name": null, "role": "AXStaticText", "description": null, "role_description": "text", "value": "Window", "position": "700.00;16183.00", "size": "129;16", "children": []}, {"name": null, "role": "AXStaticText", "description": null, "role_description": "text", "value": " ", "position": "830.00;16183.00", "size": "49;16", "children": []}]}, {"name": null, "role": "AXRow", "description": null, "role_description": "outline row", "value": null, "position": "200.00;16200.00", "size": "695;17", "children": [{"name": null, "role": "AXStaticText", "description": null, "role_description": "text", "value": "Preferences (General > Quick Search)", "position": "218.00;16200.00", "size": "221;16", "children": []}, {"name": null, "role": "AXStaticText", "description": null, "role_description": "text", "value": "", "position": "440.00;16200.00", "size": "129;16", "children": []}, {"name": null, "role": "AXStaticText", "description": null, "role_description": "text", "value": "", "position": "570.00;16200.00", "size": "129;16", "children": []}, {"name": null, "role": "AXStaticText", "description": null, "role_description": "text", "value": "Window", "position": "700.00;16200.00", "size": "129;16", "children": []}, {"name": null, "role": "AXStaticText", "description": null, "role_description": "text", "value": " ", "position": "830.00;16200.00", "size": "49;16", "children": []}]}, {"name": null, "role": "AXRow", "description": null, "role_description": "outline row", "value": null, "position": "200.00;16217.00", "size": "695;17", "children": [{"name": null, "role": "AXStaticText", "description": null, "role_description": "text", "value": "Preferences (General > Search)", "position": "218.00;16217.00", "size": "221;16", "children": []}, {"name": null, "role": "AXStaticText", "description": null, "role_description": "text", "value": "", "position": "440.00;16217.00", "size": "129;16", "children": []}, {"name": null, "role": "AXStaticText", "description": null, "role_description": "text", "value": "", "position": "570.00;16217.00", "size": "129;16", "children": []}, {"name": null, "role": "AXStaticText", "description": null, "role_description": "text", "value": "Window", "position": "700.00;16217.00", "size": "129;16", "children": []}, {"name": null, "role": "AXStaticText", "description": null, "role_description": "text", "value": " ", "position": "830.00;16217.00", "size": "49;16", "children": []}]}, {"name": null, "role": "AXRow", "description": null, "role_description": "outline row", "value": null, "position": "200.00;16234.00", "size": "695;17", "children": [{"name": null, "role": "AXStaticText", "description": null, "role_description": "text", "value": "Preferences (General > Security)", "position": "218.00;16234.00", "size": "221;16", "children": []}, {"name": null, "role": "AXStaticText", "description": null, "role_description": "text", "value": "", "position": "440.00;16234.00", "size": "129;16", "children": []}, {"name": null, "role": "AXStaticText", "description": null, "role_description": "text", "value": "", "position": "570.00;16234.00", "size": "129;16", "children": []}, {"name": null, "role": "AXStaticText", "description": null, "role_description": "text", "value": "Window", "position": "700.00;16234.00", "size": "129;16", "children": []}, {"name": null, "role": "AXStaticText", "description": null, "role_description": "text", "value": " ", "position": "830.00;16234.00", "size": "49;16", "children": []}]}, {"name": null, "role": "AXRow", "description": null, "role_description": "outline row", "value": null, "position": "200.00;16251.00", "size": "695;17", "children": [{"name": null, "role": "AXStaticText", "description": null, "role_description": "text", "value": "Preferences (General > Security > Secure Storage)", "position": "218.00;16251.00", "size": "221;16", "children": []}, {"name": null, "role": "AXStaticText", "description": null, "role_description": "text", "value": "", "position": "440.00;16251.00", "size": "129;16", "children": []}, {"name": null, "role": "AXStaticText", "description": null, "role_description": "text", "value": "", "position": "570.00;16251.00", "size": "129;16", "children": []}, {"name": null, "role": "AXStaticText", "description": null, "role_description": "text", "value": "Window", "position": "700.00;16251.00", "size": "129;16", "children": []}, {"name": null, "role": "AXStaticText", "description": null, "role_description": "text", "value": " ", "position": "830.00;16251.00", "size": "49;16", "children": []}]}, {"name": null, "role": "AXRow", "description": null, "role_description": "outline row", "value": null, "position": "200.00;16268.00", "size": "695;17", "children": [{"name": null, "role": "AXStaticText", "description": null, "role_description": "text", "value": "Preferences (General > Startup and Shutdown)", "position": "218.00;16268.00", "size": "221;16", "children": []}, {"name": null, "role": "AXStaticText", "description": null, "role_description": "text", "value": "", "position": "440.00;16268.00", "size": "129;16", "children": []}, {"name": null, "role": "AXStaticText", "description": null, "role_description": "text", "value": "", "position": "570.00;16268.00", "size": "129;16", "children": []}, {"name": null, "role": "AXStaticText", "description": null, "role_description": "text", "value": "Window", "position": "700.00;16268.00", "size": "129;16", "children": []}, {"name": null, "role": "AXStaticText", "description": null, "role_description": "text", "value": " ", "position": "830.00;16268.00", "size": "49;16", "children": []}]}, {"name": null, "role": "AXRow", "description": null, "role_description": "outline row", "value": null, "position": "200.00;16285.00", "size": "695;17", "children": [{"name": null, "role": "AXStaticText", "description": null, "role_description": "text", "value": "Preferences (General > Startup and Shutdown > Workspaces)", "position": "218.00;16285.00", "size": "221;16", "children": []}, {"name": null, "role": "AXStaticText", "description": null, "role_description": "text", "value": "", "position": "440.00;16285.00", "size": "129;16", "children": []}, {"name": null, "role": "AXStaticText", "description": null, "role_description": "text", "value": "", "position": "570.00;16285.00", "size": "129;16", "children": []}, {"name": null, "role": "AXStaticText", "description": null, "role_description": "text", "value": "Window", "position": "700.00;16285.00", "size": "129;16", "children": []}, {"name": null, "role": "AXStaticText", "description": null, "role_description": "text", "value": " ", "position": "830.00;16285.00", "size": "49;16", "children": []}]}, {"name": null, "role": "AXRow", "description": null, "role_description": "outline row", "value": null, "position": "200.00;16302.00", "size": "695;17", "children": [{"name": null, "role": "AXStaticText", "description": null, "role_description": "text", "value": "Preferences (General > Tracing)", "position": "218.00;16302.00", "size": "221;16", "children": []}, {"name": null, "role": "AXStaticText", "description": null, "role_description": "text", "value": "", "position": "440.00;16302.00", "size": "129;16", "children": []}, {"name": null, "role": "AXStaticText", "description": null, "role_description": "text", "value": "", "position": "570.00;16302.00", "size": "129;16", "children": []}, {"name": null, "role": "AXStaticText", "description": null, "role_description": "text", "value": "Window", "position": "700.00;16302.00", "size": "129;16", "children": []}, {"name": null, "role": "AXStaticText", "description": null, "role_description": "text", "value": " ", "position": "830.00;16302.00", "size": "49;16", "children": []}]}, {"name": null, "role": "AXRow", "description": null, "role_description": "outline row", "value": null, "position": "200.00;16319.00", "size": "695;17", "children": [{"name": null, "role": "AXStaticText", "description": null, "role_description": "text", "value": "Preferences (General > UI Freeze Monitoring)", "position": "218.00;16319.00", "size": "221;16", "children": []}, {"name": null, "role": "AXStaticText", "description": null, "role_description": "text", "value": "", "position": "440.00;16319.00", "size": "129;16", "children": []}, {"name": null, "role": "AXStaticText", "description": null, "role_description": "text", "value": "", "position": "570.00;16319.00", "size": "129;16", "children": []}, {"name": null, "role": "AXStaticText", "description": null, "role_description": "text", "value": "Window", "position": "700.00;16319.00", "size": "129;16", "children": []}, {"name": null, "role": "AXStaticText", "description": null, "role_description": "text", "value": " ", "position": "830.00;16319.00", "size": "49;16", "children": []}]}, {"name": null, "role": "AXRow", "description": null, "role_description": "outline row", "value": null, "position": "200.00;16336.00", "size": "695;17", "children": [{"name": null, "role": "AXStaticText", "description": null, "role_description": "text", "value": "Preferences (General > User Storage Service)", "position": "218.00;16336.00", "size": "221;16", "children": []}, {"name": null, "role": "AXStaticText", "description": null, "role_description": "text", "value": "", "position": "440.00;16336.00", "size": "129;16", "children": []}, {"name": null, "role": "AXStaticText", "description": null, "role_description": "text", "value": "", "position": "570.00;16336.00", "size": "129;16", "children": []}, {"name": null, "role": "AXStaticText", "description": null, "role_description": "text", "value": "Window", "position": "700.00;16336.00", "size": "129;16", "children": []}, {"name": null, "role": "AXStaticText", "description": null, "role_description": "text", "value": " ", "position": "830.00;16336.00", "size": "49;16", "children": []}]}, {"name": null, "role": "AXRow", "description": null, "role_description": "outline row", "value": null, "position": "200.00;16353.00", "size": "695;17", "children": [{"name": null, "role": "AXStaticText", "description": null, "role_description": "text", "value": "Preferences (General > User Storage Service > Linked Accounts)", "position": "218.00;16353.00", "size": "221;16", "children": []}, {"name": null, "role": "AXStaticText", "description": null, "role_description": "text", "value": "", "position": "440.00;16353.00", "size": "129;16", "children": []}, {"name": null, "role": "AXStaticText", "description": null, "role_description": "text", "value": "", "position": "570.00;16353.00", "size": "129;16", "children": []}, {"name": null, "role": "AXStaticText", "description": null, "role_description": "text", "value": "Window", "position": "700.00;16353.00", "size": "129;16", "children": []}, {"name": null, "role": "AXStaticText", "description": null, "role_description": "text", "value": " ", "position": "830.00;16353.00", "size": "49;16", "children": []}]}, {"name": null, "role": "AXRow", "description": null, "role_description": "outline row", "value": null, "position": "200.00;16370.00", "size": "695;17", "children": [{"name": null, "role": "AXStaticText", "description": null, "role_description": "text", "value": "Preferences (General > Web Browser)", "position": "218.00;16370.00", "size": "221;16", "children": []}, {"name": null, "role": "AXStaticText", "description": null, "role_description": "text", "value": "", "position": "440.00;16370.00", "size": "129;16", "children": []}, {"name": null, "role": "AXStaticText", "description": null, "role_description": "text", "value": "", "position": "570.00;16370.00", "size": "129;16", "children": []}, {"name": null, "role": "AXStaticText", "description": null, "role_description": "text", "value": "Window", "position": "700.00;16370.00", "size": "129;16", "children": []}, {"name": null, "role": "AXStaticText", "description": null, "role_description": "text", "value": " ", "position": "830.00;16370.00", "size": "49;16", "children": []}]}, {"name": null, "role": "AXRow", "description": null, "role_description": "outline row", "value": null, "position": "200.00;16387.00", "size": "695;17", "children": [{"name": null, "role": "AXStaticText", "description": null, "role_description": "text", "value": "Preferences (General > Workspace)", "position": "218.00;16387.00", "size": "221;16", "children": []}, {"name": null, "role": "AXStaticText", "description": null, "role_description": "text", "value": "", "position": "440.00;16387.00", "size": "129;16", "children": []}, {"name": null, "role": "AXStaticText", "description": null, "role_description": "text", "value": "", "position": "570.00;16387.00", "size": "129;16", "children": []}, {"name": null, "role": "AXStaticText", "description": null, "role_description": "text", "value": "Window", "position": "700.00;16387.00", "size": "129;16", "children": []}, {"name": null, "role": "AXStaticText", "description": null, "role_description": "text", "value": " ", "position": "830.00;16387.00", "size": "49;16", "children": []}]}, {"name": null, "role": "AXRow", "description": null, "role_description": "outline row", "value": null, "position": "200.00;16404.00", "size": "695;17", "children": [{"name": null, "role": "AXStaticText", "description": null, "role_description": "text", "value": "Preferences (General > Workspace > Build)", "position": "218.00;16404.00", "size": "221;16", "children": []}, {"name": null, "role": "AXStaticText", "description": null, "role_description": "text", "value": "", "position": "440.00;16404.00", "size": "129;16", "children": []}, {"name": null, "role": "AXStaticText", "description": null, "role_description": "text", "value": "", "position": "570.00;16404.00", "size": "129;16", "children": []}, {"name": null, "role": "AXStaticText", "description": null, "role_description": "text", "value": "Window", "position": "700.00;16404.00", "size": "129;16", "children": []}, {"name": null, "role": "AXStaticText", "description": null, "role_description": "text", "value": " ", "position": "830.00;16404.00", "size": "49;16", "children": []}]}, {"name": null, "role": "AXRow", "description": null, "role_description": "outline row", "value": null, "position": "200.00;16421.00", "size": "695;17", "children": [{"name": null, "role": "AXStaticText", "description": null, "role_description": "text", "value": "Preferences (General > Workspace > Linked Resources)", "position": "218.00;16421.00", "size": "221;16", "children": []}, {"name": null, "role": "AXStaticText", "description": null, "role_description": "text", "value": "", "position": "440.00;16421.00", "size": "129;16", "children": []}, {"name": null, "role": "AXStaticText", "description": null, "role_description": "text", "value": "", "position": "570.00;16421.00", "size": "129;16", "children": []}, {"name": null, "role": "AXStaticText", "description": null, "role_description": "text", "value": "Window", "position": "700.00;16421.00", "size": "129;16", "children": []}, {"name": null, "role": "AXStaticText", "description": null, "role_description": "text", "value": " ", "position": "830.00;16421.00", "size": "49;16", "children": []}]}, {"name": null, "role": "AXRow", "description": null, "role_description": "outline row", "value": null, "position": "200.00;16438.00", "size": "695;17", "children": [{"name": null, "role": "AXStaticText", "description": null, "role_description": "text", "value": "Preferences (General > Workspace > Local History)", "position": "218.00;16438.00", "size": "221;16", "children": []}, {"name": null, "role": "AXStaticText", "description": null, "role_description": "text", "value": "", "position": "440.00;16438.00", "size": "129;16", "children": []}, {"name": null, "role": "AXStaticText", "description": null, "role_description": "text", "value": "", "position": "570.00;16438.00", "size": "129;16", "children": []}, {"name": null, "role": "AXStaticText", "description": null, "role_description": "text", "value": "Window", "position": "700.00;16438.00", "size": "129;16", "children": []}, {"name": null, "role": "AXStaticText", "description": null, "role_description": "text", "value": " ", "position": "830.00;16438.00", "size": "49;16", "children": []}]}, {"name": null, "role": "AXRow", "description": null, "role_description": "outline row", "value": null, "position": "200.00;16455.00", "size": "695;17", "children": [{"name": null, "role": "AXStaticText", "description": null, "role_description": "text", "value": "Preferences (Help)", "position": "218.00;16455.00", "size": "221;16", "children": []}, {"name": null, "role": "AXStaticText", "description": null, "role_description": "text", "value": "", "position": "440.00;16455.00", "size": "129;16", "children": []}, {"name": null, "role": "AXStaticText", "description": null, "role_description": "text", "value": "", "position": "570.00;16455.00", "size": "129;16", "children": []}, {"name": null, "role": "AXStaticText", "description": null, "role_description": "text", "value": "Window", "position": "700.00;16455.00", "size": "129;16", "children": []}, {"name": null, "role": "AXStaticText", "description": null, "role_description": "text", "value": " ", "position": "830.00;16455.00", "size": "49;16", "children": []}]}, {"name": null, "role": "AXRow", "description": null, "role_description": "outline row", "value": null, "position": "200.00;16472.00", "size": "695;17", "children": [{"name": null, "role": "AXStaticText", "description": null, "role_description": "text", "value": "Preferences (Help > Content)", "position": "218.00;16472.00", "size": "221;16", "children": []}, {"name": null, "role": "AXStaticText", "description": null, "role_description": "text", "value": "", "position": "440.00;16472.00", "size": "129;16", "children": []}, {"name": null, "role": "AXStaticText", "description": null, "role_description": "text", "value": "", "position": "570.00;16472.00", "size": "129;16", "children": []}, {"name": null, "role": "AXStaticText", "description": null, "role_description": "text", "value": "Window", "position": "700.00;16472.00", "size": "129;16", "children": []}, {"name": null, "role": "AXStaticText", "description": null, "role_description": "text", "value": " ", "position": "830.00;16472.00", "size": "49;16", "children": []}]}, {"name": null, "role": "AXRow", "description": null, "role_description": "outline row", "value": null, "position": "200.00;16489.00", "size": "695;17", "children": [{"name": null, "role": "AXStaticText", "description": null, "role_description": "text", "value": "Preferences (Install/Update)", "position": "218.00;16489.00", "size": "221;16", "children": []}, {"name": null, "role": "AXStaticText", "description": null, "role_description": "text", "value": "", "position": "440.00;16489.00", "size": "129;16", "children": []}, {"name": null, "role": "AXStaticText", "description": null, "role_description": "text", "value": "", "position": "570.00;16489.00", "size": "129;16", "children": []}, {"name": null, "role": "AXStaticText", "description": null, "role_description": "text", "value": "Window", "position": "700.00;16489.00", "size": "129;16", "children": []}, {"name": null, "role": "AXStaticText", "description": null, "role_description": "text", "value": " ", "position": "830.00;16489.00", "size": "49;16", "children": []}]}, {"name": null, "role": "AXRow", "description": null, "role_description": "outline row", "value": null, "position": "200.00;16506.00", "size": "695;17", "children": [{"name": null, "role": "AXStaticText", "description": null, "role_description": "text", "value": "Preferences (Install/Update > Automatic Updates)", "position": "218.00;16506.00", "size": "221;16", "children": []}, {"name": null, "role": "AXStaticText", "description": null, "role_description": "text", "value": "", "position": "440.00;16506.00", "size": "129;16", "children": []}, {"name": null, "role": "AXStaticText", "description": null, "role_description": "text", "value": "", "position": "570.00;16506.00", "size": "129;16", "children": []}, {"name": null, "role": "AXStaticText", "description": null, "role_description": "text", "value": "Window", "position": "700.00;16506.00", "size": "129;16", "children": []}, {"name": null, "role": "AXStaticText", "description": null, "role_description": "text", "value": " ", "position": "830.00;16506.00", "size": "49;16", "children": []}]}, {"name": null, "role": "AXRow", "description": null, "role_description": "outline row", "value": null, "position": "200.00;16523.00", "size": "695;17", "children": [{"name": null, "role": "AXStaticText", "description": null, "role_description": "text", "value": "Preferences (Install/Update > Available Software Sites)", "position": "218.00;16523.00", "size": "221;16", "children": []}, {"name": null, "role": "AXStaticText", "description": null, "role_description": "text", "value": "", "position": "440.00;16523.00", "size": "129;16", "children": []}, {"name": null, "role": "AXStaticText", "description": null, "role_description": "text", "value": "", "position": "570.00;16523.00", "size": "129;16", "children": []}, {"name": null, "role": "AXStaticText", "description": null, "role_description": "text", "value": "Window", "position": "700.00;16523.00", "size": "129;16", "children": []}, {"name": null, "role": "AXStaticText", "description": null, "role_description": "text", "value": " ", "position": "830.00;16523.00", "size": "49;16", "children": []}]}, {"name": null, "role": "AXRow", "description": null, "role_description": "outline row", "value": null, "position": "200.00;16540.00", "size": "695;17", "children": [{"name": null, "role": "AXStaticText", "description": null, "role_description": "text", "value": "Preferences (Install/Update > Trust)", "position": "218.00;16540.00", "size": "221;16", "children": []}, {"name": null, "role": "AXStaticText", "description": null, "role_description": "text", "value": "", "position": "440.00;16540.00", "size": "129;16", "children": []}, {"name": null, "role": "AXStaticText", "description": null, "role_description": "text", "value": "", "position": "570.00;16540.00", "size": "129;16", "children": []}, {"name": null, "role": "AXStaticText", "description": null, "role_description": "text", "value": "Window", "position": "700.00;16540.00", "size": "129;16", "children": []}, {"name": null, "role": "AXStaticText", "description": null, "role_description": "text", "value": " ", "position": "830.00;16540.00", "size": "49;16", "children": []}]}, {"name": null, "role": "AXRow", "description": null, "role_description": "outline row", "value": null, "position": "200.00;16557.00", "size": "695;17", "children": [{"name": null, "role": "AXStaticText", "description": null, "role_description": "text", "value": "Preferences (Java)", "position": "218.00;16557.00", "size": "221;16", "children": []}, {"name": null, "role": "AXStaticText", "description": null, "role_description": "text", "value": "", "position": "440.00;16557.00", "size": "129;16", "children": []}, {"name": null, "role": "AXStaticText", "description": null, "role_description": "text", "value": "", "position": "570.00;16557.00", "size": "129;16", "children": []}, {"name": null, "role": "AXStaticText", "description": null, "role_description": "text", "value": "Window", "position": "700.00;16557.00", "size": "129;16", "children": []}, {"name": null, "role": "AXStaticText", "description": null, "role_description": "text", "value": " ", "position": "830.00;16557.00", "size": "49;16", "children": []}]}, {"name": null, "role": "AXRow", "description": null, "role_description": "outline row", "value": null, "position": "200.00;16574.00", "size": "695;17", "children": [{"name": null, "role": "AXStaticText", "description": null, "role_description": "text", "value": "Preferences (Java > Appearance)", "position": "218.00;16574.00", "size": "221;16", "children": []}, {"name": null, "role": "AXStaticText", "description": null, "role_description": "text", "value": "", "position": "440.00;16574.00", "size": "129;16", "children": []}, {"name": null, "role": "AXStaticText", "description": null, "role_description": "text", "value": "", "position": "570.00;16574.00", "size": "129;16", "children": []}, {"name": null, "role": "AXStaticText", "description": null, "role_description": "text", "value": "Window", "position": "700.00;16574.00", "size": "129;16", "children": []}, {"name": null, "role": "AXStaticText", "description": null, "role_description": "text", "value": " ", "position": "830.00;16574.00", "size": "49;16", "children": []}]}, {"name": null, "role": "AXRow", "description": null, "role_description": "outline row", "value": null, "position": "200.00;16591.00", "size": "695;17", "children": [{"name": null, "role": "AXStaticText", "description": null, "role_description": "text", "value": "Preferences (Java > Appearance > Members Sort Order)", "position": "218.00;16591.00", "size": "221;16", "children": []}, {"name": null, "role": "AXStaticText", "description": null, "role_description": "text", "value": "", "position": "440.00;16591.00", "size": "129;16", "children": []}, {"name": null, "role": "AXStaticText", "description": null, "role_description": "text", "value": "", "position": "570.00;16591.00", "size": "129;16", "children": []}, {"name": null, "role": "AXStaticText", "description": null, "role_description": "text", "value": "Window", "position": "700.00;16591.00", "size": "129;16", "children": []}, {"name": null, "role": "AXStaticText", "description": null, "role_description": "text", "value": " ", "position": "830.00;16591.00", "size": "49;16", "children": []}]}, {"name": null, "role": "AXRow", "description": null, "role_description": "outline row", "value": null, "position": "200.00;16608.00", "size": "695;17", "children": [{"name": null, "role": "AXStaticText", "description": null, "role_description": "text", "value": "Preferences (Java > Appearance > Type Filters)", "position": "218.00;16608.00", "size": "221;16", "children": []}, {"name": null, "role": "AXStaticText", "description": null, "role_description": "text", "value": "", "position": "440.00;16608.00", "size": "129;16", "children": []}, {"name": null, "role": "AXStaticText", "description": null, "role_description": "text", "value": "", "position": "570.00;16608.00", "size": "129;16", "children": []}, {"name": null, "role": "AXStaticText", "description": null, "role_description": "text", "value": "Window", "position": "700.00;16608.00", "size": "129;16", "children": []}, {"name": null, "role": "AXStaticText", "description": null, "role_description": "text", "value": " ", "position": "830.00;16608.00", "size": "49;16", "children": []}]}, {"name": null, "role": "AXRow", "description": null, "role_description": "outline row", "value": null, "position": "200.00;16625.00", "size": "695;17", "children": [{"name": null, "role": "AXStaticText", "description": null, "role_description": "text", "value": "Preferences (Java > Build Path)", "position": "218.00;16625.00", "size": "221;16", "children": []}, {"name": null, "role": "AXStaticText", "description": null, "role_description": "text", "value": "", "position": "440.00;16625.00", "size": "129;16", "children": []}, {"name": null, "role": "AXStaticText", "description": null, "role_description": "text", "value": "", "position": "570.00;16625.00", "size": "129;16", "children": []}, {"name": null, "role": "AXStaticText", "description": null, "role_description": "text", "value": "Window", "position": "700.00;16625.00", "size": "129;16", "children": []}, {"name": null, "role": "AXStaticText", "description": null, "role_description": "text", "value": " ", "position": "830.00;16625.00", "size": "49;16", "children": []}]}, {"name": null, "role": "AXRow", "description": null, "role_description": "outline row", "value": null, "position": "200.00;16642.00", "size": "695;17", "children": [{"name": null, "role": "AXStaticText", "description": null, "role_description": "text", "value": "Preferences (Java > Build Path > Classpath Variables)", "position": "218.00;16642.00", "size": "221;16", "children": []}, {"name": null, "role": "AXStaticText", "description": null, "role_description": "text", "value": "", "position": "440.00;16642.00", "size": "129;16", "children": []}, {"name": null, "role": "AXStaticText", "description": null, "role_description": "text", "value": "", "position": "570.00;16642.00", "size": "129;16", "children": []}, {"name": null, "role": "AXStaticText", "description": null, "role_description": "text", "value": "Window", "position": "700.00;16642.00", "size": "129;16", "children": []}, {"name": null, "role": "AXStaticText", "description": null, "role_description": "text", "value": " ", "position": "830.00;16642.00", "size": "49;16", "children": []}]}, {"name": null, "role": "AXRow", "description": null, "role_description": "outline row", "value": null, "position": "200.00;16659.00", "size": "695;17", "children": [{"name": null, "role": "AXStaticText", "description": null, "role_description": "text", "value": "Preferences (Java > Build Path > User Libraries)", "position": "218.00;16659.00", "size": "221;16", "children": []}, {"name": null, "role": "AXStaticText", "description": null, "role_description": "text", "value": "", "position": "440.00;16659.00", "size": "129;16", "children": []}, {"name": null, "role": "AXStaticText", "description": null, "role_description": "text", "value": "", "position": "570.00;16659.00", "size": "129;16", "children": []}, {"name": null, "role": "AXStaticText", "description": null, "role_description": "text", "value": "Window", "position": "700.00;16659.00", "size": "129;16", "children": []}, {"name": null, "role": "AXStaticText", "description": null, "role_description": "text", "value": " ", "position": "830.00;16659.00", "size": "49;16", "children": []}]}, {"name": null, "role": "AXRow", "description": null, "role_description": "outline row", "value": null, "position": "200.00;16676.00", "size": "695;17", "children": [{"name": null, "role": "AXStaticText", "description": null, "role_description": "text", "value": "Preferences (Java > Bytecode Outline)", "position": "218.00;16676.00", "size": "221;16", "children": []}, {"name": null, "role": "AXStaticText", "description": null, "role_description": "text", "value": "", "position": "440.00;16676.00", "size": "129;16", "children": []}, {"name": null, "role": "AXStaticText", "description": null, "role_description": "text", "value": "", "position": "570.00;16676.00", "size": "129;16", "children": []}, {"name": null, "role": "AXStaticText", "description": null, "role_description": "text", "value": "Window", "position": "700.00;16676.00", "size": "129;16", "children": []}, {"name": null, "role": "AXStaticText", "description": null, "role_description": "text", "value": " ", "position": "830.00;16676.00", "size": "49;16", "children": []}]}, {"name": null, "role": "AXRow", "description": null, "role_description": "outline row", "value": null, "position": "200.00;16693.00", "size": "695;17", "children": [{"name": null, "role": "AXStaticText", "description": null, "role_description": "text", "value": "Preferences (Java > Code Style)", "position": "218.00;16693.00", "size": "221;16", "children": []}, {"name": null, "role": "AXStaticText", "description": null, "role_description": "text", "value": "", "position": "440.00;16693.00", "size": "129;16", "children": []}, {"name": null, "role": "AXStaticText", "description": null, "role_description": "text", "value": "", "position": "570.00;16693.00", "size": "129;16", "children": []}, {"name": null, "role": "AXStaticText", "description": null, "role_description": "text", "value": "Window", "position": "700.00;16693.00", "size": "129;16", "children": []}, {"name": null, "role": "AXStaticText", "description": null, "role_description": "text", "value": " ", "position": "830.00;16693.00", "size": "49;16", "children": []}]}, {"name": null, "role": "AXRow", "description": null, "role_description": "outline row", "value": null, "position": "200.00;16710.00", "size": "695;17", "children": [{"name": null, "role": "AXStaticText", "description": null, "role_description": "text", "value": "Preferences (Java > Code Style > Clean Up)", "position": "218.00;16710.00", "size": "221;16", "children": []}, {"name": null, "role": "AXStaticText", "description": null, "role_description": "text", "value": "", "position": "440.00;16710.00", "size": "129;16", "children": []}, {"name": null, "role": "AXStaticText", "description": null, "role_description": "text", "value": "", "position": "570.00;16710.00", "size": "129;16", "children": []}, {"name": null, "role": "AXStaticText", "description": null, "role_description": "text", "value": "Window", "position": "700.00;16710.00", "size": "129;16", "children": []}, {"name": null, "role": "AXStaticText", "description": null, "role_description": "text", "value": " ", "position": "830.00;16710.00", "size": "49;16", "children": []}]}, {"name": null, "role": "AXRow", "description": null, "role_description": "outline row", "value": null, "position": "200.00;16727.00", "size": "695;17", "children": [{"name": null, "role": "AXStaticText", "description": null, "role_description": "text", "value": "Preferences (Java > Code Style > Code Templates)", "position": "218.00;16727.00", "size": "221;16", "children": []}, {"name": null, "role": "AXStaticText", "description": null, "role_description": "text", "value": "", "position": "440.00;16727.00", "size": "129;16", "children": []}, {"name": null, "role": "AXStaticText", "description": null, "role_description": "text", "value": "", "position": "570.00;16727.00", "size": "129;16", "children": []}, {"name": null, "role": "AXStaticText", "description": null, "role_description": "text", "value": "Window", "position": "700.00;16727.00", "size": "129;16", "children": []}, {"name": null, "role": "AXStaticText", "description": null, "role_description": "text", "value": " ", "position": "830.00;16727.00", "size": "49;16", "children": []}]}, {"name": null, "role": "AXRow", "description": null, "role_description": "outline row", "value": null, "position": "200.00;16744.00", "size": "695;17", "children": [{"name": null, "role": "AXStaticText", "description": null, "role_description": "text", "value": "Preferences (Java > Code Style > Formatter)", "position": "218.00;16744.00", "size": "221;16", "children": []}, {"name": null, "role": "AXStaticText", "description": null, "role_description": "text", "value": "", "position": "440.00;16744.00", "size": "129;16", "children": []}, {"name": null, "role": "AXStaticText", "description": null, "role_description": "text", "value": "", "position": "570.00;16744.00", "size": "129;16", "children": []}, {"name": null, "role": "AXStaticText", "description": null, "role_description": "text", "value": "Window", "position": "700.00;16744.00", "size": "129;16", "children": []}, {"name": null, "role": "AXStaticText", "description": null, "role_description": "text", "value": " ", "position": "830.00;16744.00", "size": "49;16", "children": []}]}, {"name": null, "role": "AXRow", "description": null, "role_description": "outline row", "value": null, "position": "200.00;16761.00", "size": "695;17", "children": [{"name": null, "role": "AXStaticText", "description": null, "role_description": "text", "value": "Preferences (Java > Code Style > Organize Imports)", "position": "218.00;16761.00", "size": "221;16", "children": []}, {"name": null, "role": "AXStaticText", "description": null, "role_description": "text", "value": "", "position": "440.00;16761.00", "size": "129;16", "children": []}, {"name": null, "role": "AXStaticText", "description": null, "role_description": "text", "value": "", "position": "570.00;16761.00", "size": "129;16", "children": []}, {"name": null, "role": "AXStaticText", "description": null, "role_description": "text", "value": "Window", "position": "700.00;16761.00", "size": "129;16", "children": []}, {"name": null, "role": "AXStaticText", "description": null, "role_description": "text", "value": " ", "position": "830.00;16761.00", "size": "49;16", "children": []}]}, {"name": null, "role": "AXRow", "description": null, "role_description": "outline row", "value": null, "position": "200.00;16778.00", "size": "695;17", "children": [{"name": null, "role": "AXStaticText", "description": null, "role_description": "text", "value": "Preferences (Java > Compiler)", "position": "218.00;16778.00", "size": "221;16", "children": []}, {"name": null, "role": "AXStaticText", "description": null, "role_description": "text", "value": "", "position": "440.00;16778.00", "size": "129;16", "children": []}, {"name": null, "role": "AXStaticText", "description": null, "role_description": "text", "value": "", "position": "570.00;16778.00", "size": "129;16", "children": []}, {"name": null, "role": "AXStaticText", "description": null, "role_description": "text", "value": "Window", "position": "700.00;16778.00", "size": "129;16", "children": []}, {"name": null, "role": "AXStaticText", "description": null, "role_description": "text", "value": " ", "position": "830.00;16778.00", "size": "49;16", "children": []}]}, {"name": null, "role": "AXRow", "description": null, "role_description": "outline row", "value": null, "position": "200.00;16795.00", "size": "695;17", "children": [{"name": null, "role": "AXStaticText", "description": null, "role_description": "text", "value": "Preferences (Java > Compiler > Building)", "position": "218.00;16795.00", "size": "221;16", "children": []}, {"name": null, "role": "AXStaticText", "description": null, "role_description": "text", "value": "", "position": "440.00;16795.00", "size": "129;16", "children": []}, {"name": null, "role": "AXStaticText", "description": null, "role_description": "text", "value": "", "position": "570.00;16795.00", "size": "129;16", "children": []}, {"name": null, "role": "AXStaticText", "description": null, "role_description": "text", "value": "Window", "position": "700.00;16795.00", "size": "129;16", "children": []}, {"name": null, "role": "AXStaticText", "description": null, "role_description": "text", "value": " ", "position": "830.00;16795.00", "size": "49;16", "children": []}]}, {"name": null, "role": "AXRow", "description": null, "role_description": "outline row", "value": null, "position": "200.00;16812.00", "size": "695;17", "children": [{"name": null, "role": "AXStaticText", "description": null, "role_description": "text", "value": "Preferences (Java > Compiler > Errors/Warnings)", "position": "218.00;16812.00", "size": "221;16", "children": []}, {"name": null, "role": "AXStaticText", "description": null, "role_description": "text", "value": "", "position": "440.00;16812.00", "size": "129;16", "children": []}, {"name": null, "role": "AXStaticText", "description": null, "role_description": "text", "value": "", "position": "570.00;16812.00", "size": "129;16", "children": []}, {"name": null, "role": "AXStaticText", "description": null, "role_description": "text", "value": "Window", "position": "700.00;16812.00", "size": "129;16", "children": []}, {"name": null, "role": "AXStaticText", "description": null, "role_description": "text", "value": " ", "position": "830.00;16812.00", "size": "49;16", "children": []}]}, {"name": null, "role": "AXRow", "description": null, "role_description": "outline row", "value": null, "position": "200.00;16829.00", "size": "695;17", "children": [{"name": null, "role": "AXStaticText", "description": null, "role_description": "text", "value": "Preferences (Java > Compiler > Javadoc)", "position": "218.00;16829.00", "size": "221;16", "children": []}, {"name": null, "role": "AXStaticText", "description": null, "role_description": "text", "value": "", "position": "440.00;16829.00", "size": "129;16", "children": []}, {"name": null, "role": "AXStaticText", "description": null, "role_description": "text", "value": "", "position": "570.00;16829.00", "size": "129;16", "children": []}, {"name": null, "role": "AXStaticText", "description": null, "role_description": "text", "value": "Window", "position": "700.00;16829.00", "size": "129;16", "children": []}, {"name": null, "role": "AXStaticText", "description": null, "role_description": "text", "value": " ", "position": "830.00;16829.00", "size": "49;16", "children": []}]}, {"name": null, "role": "AXRow", "description": null, "role_description": "outline row", "value": null, "position": "200.00;16846.00", "size": "695;17", "children": [{"name": null, "role": "AXStaticText", "description": null, "role_description": "text", "value": "Preferences (Java > Compiler > Task Tags)", "position": "218.00;16846.00", "size": "221;16", "children": []}, {"name": null, "role": "AXStaticText", "description": null, "role_description": "text", "value": "", "position": "440.00;16846.00", "size": "129;16", "children": []}, {"name": null, "role": "AXStaticText", "description": null, "role_description": "text", "value": "", "position": "570.00;16846.00", "size": "129;16", "children": []}, {"name": null, "role": "AXStaticText", "description": null, "role_description": "text", "value": "Window", "position": "700.00;16846.00", "size": "129;16", "children": []}, {"name": null, "role": "AXStaticText", "description": null, "role_description": "text", "value": " ", "position": "830.00;16846.00", "size": "49;16", "children": []}]}, {"name": null, "role": "AXRow", "description": null, "role_description": "outline row", "value": null, "position": "200.00;16863.00", "size": "695;17", "children": [{"name": null, "role": "AXStaticText", "description": null, "role_description": "text", "value": "Preferences (Java > Debug)", "position": "218.00;16863.00", "size": "221;16", "children": []}, {"name": null, "role": "AXStaticText", "description": null, "role_description": "text", "value": "", "position": "440.00;16863.00", "size": "129;16", "children": []}, {"name": null, "role": "AXStaticText", "description": null, "role_description": "text", "value": "", "position": "570.00;16863.00", "size": "129;16", "children": []}, {"name": null, "role": "AXStaticText", "description": null, "role_description": "text", "value": "Window", "position": "700.00;16863.00", "size": "129;16", "children": []}, {"name": null, "role": "AXStaticText", "description": null, "role_description": "text", "value": " ", "position": "830.00;16863.00", "size": "49;16", "children": []}]}, {"name": null, "role": "AXRow", "description": null, "role_description": "outline row", "value": null, "position": "200.00;16880.00", "size": "695;17", "children": [{"name": null, "role": "AXStaticText", "description": null, "role_description": "text", "value": "Preferences (Java > Debug > Detail Formatters)", "position": "218.00;16880.00", "size": "221;16", "children": []}, {"name": null, "role": "AXStaticText", "description": null, "role_description": "text", "value": "", "position": "440.00;16880.00", "size": "129;16", "children": []}, {"name": null, "role": "AXStaticText", "description": null, "role_description": "text", "value": "", "position": "570.00;16880.00", "size": "129;16", "children": []}, {"name": null, "role": "AXStaticText", "description": null, "role_description": "text", "value": "Window", "position": "700.00;16880.00", "size": "129;16", "children": []}, {"name": null, "role": "AXStaticText", "description": null, "role_description": "text", "value": " ", "position": "830.00;16880.00", "size": "49;16", "children": []}]}, {"name": null, "role": "AXRow", "description": null, "role_description": "outline row", "value": null, "position": "200.00;16897.00", "size": "695;17", "children": [{"name": null, "role": "AXStaticText", "description": null, "role_description": "text", "value": "Preferences (Java > Debug > Heap Walking)", "position": "218.00;16897.00", "size": "221;16", "children": []}, {"name": null, "role": "AXStaticText", "description": null, "role_description": "text", "value": "", "position": "440.00;16897.00", "size": "129;16", "children": []}, {"name": null, "role": "AXStaticText", "description": null, "role_description": "text", "value": "", "position": "570.00;16897.00", "size": "129;16", "children": []}, {"name": null, "role": "AXStaticText", "description": null, "role_description": "text", "value": "Window", "position": "700.00;16897.00", "size": "129;16", "children": []}, {"name": null, "role": "AXStaticText", "description": null, "role_description": "text", "value": " ", "position": "830.00;16897.00", "size": "49;16", "children": []}]}, {"name": null, "role": "AXRow", "description": null, "role_description": "outline row", "value": null, "position": "200.00;16914.00", "size": "695;17", "children": [{"name": null, "role": "AXStaticText", "description": null, "role_description": "text", "value": "Preferences (Java > Debug > Logical Structures)", "position": "218.00;16914.00", "size": "221;16", "children": []}, {"name": null, "role": "AXStaticText", "description": null, "role_description": "text", "value": "", "position": "440.00;16914.00", "size": "129;16", "children": []}, {"name": null, "role": "AXStaticText", "description": null, "role_description": "text", "value": "", "position": "570.00;16914.00", "size": "129;16", "children": []}, {"name": null, "role": "AXStaticText", "description": null, "role_description": "text", "value": "Window", "position": "700.00;16914.00", "size": "129;16", "children": []}, {"name": null, "role": "AXStaticText", "description": null, "role_description": "text", "value": " ", "position": "830.00;16914.00", "size": "49;16", "children": []}]}, {"name": null, "role": "AXRow", "description": null, "role_description": "outline row", "value": null, "position": "200.00;16931.00", "size": "695;17", "children": [{"name": null, "role": "AXStaticText", "description": null, "role_description": "text", "value": "Preferences (Java > Debug > Primitive Display Options)", "position": "218.00;16931.00", "size": "221;16", "children": []}, {"name": null, "role": "AXStaticText", "description": null, "role_description": "text", "value": "", "position": "440.00;16931.00", "size": "129;16", "children": []}, {"name": null, "role": "AXStaticText", "description": null, "role_description": "text", "value": "", "position": "570.00;16931.00", "size": "129;16", "children": []}, {"name": null, "role": "AXStaticText", "description": null, "role_description": "text", "value": "Window", "position": "700.00;16931.00", "size": "129;16", "children": []}, {"name": null, "role": "AXStaticText", "description": null, "role_description": "text", "value": " ", "position": "830.00;16931.00", "size": "49;16", "children": []}]}, {"name": null, "role": "AXRow", "description": null, "role_description": "outline row", "value": null, "position": "200.00;16948.00", "size": "695;17", "children": [{"name": null, "role": "AXStaticText", "description": null, "role_description": "text", "value": "Preferences (Java > Debug > Step Filtering)", "position": "218.00;16948.00", "size": "221;16", "children": []}, {"name": null, "role": "AXStaticText", "description": null, "role_description": "text", "value": "", "position": "440.00;16948.00", "size": "129;16", "children": []}, {"name": null, "role": "AXStaticText", "description": null, "role_description": "text", "value": "", "position": "570.00;16948.00", "size": "129;16", "children": []}, {"name": null, "role": "AXStaticText", "description": null, "role_description": "text", "value": "Window", "position": "700.00;16948.00", "size": "129;16", "children": []}, {"name": null, "role": "AXStaticText", "description": null, "role_description": "text", "value": " ", "position": "830.00;16948.00", "size": "49;16", "children": []}]}, {"name": null, "role": "AXRow", "description": null, "role_description": "outline row", "value": null, "position": "200.00;16965.00", "size": "695;17", "children": [{"name": null, "role": "AXStaticText", "description": null, "role_description": "text", "value": "Preferences (Java > Editor)", "position": "218.00;16965.00", "size": "221;16", "children": []}, {"name": null, "role": "AXStaticText", "description": null, "role_description": "text", "value": "", "position": "440.00;16965.00", "size": "129;16", "children": []}, {"name": null, "role": "AXStaticText", "description": null, "role_description": "text", "value": "", "position": "570.00;16965.00", "size": "129;16", "children": []}, {"name": null, "role": "AXStaticText", "description": null, "role_description": "text", "value": "Window", "position": "700.00;16965.00", "size": "129;16", "children": []}, {"name": null, "role": "AXStaticText", "description": null, "role_description": "text", "value": " ", "position": "830.00;16965.00", "size": "49;16", "children": []}]}, {"name": null, "role": "AXRow", "description": null, "role_description": "outline row", "value": null, "position": "200.00;16982.00", "size": "695;17", "children": [{"name": null, "role": "AXStaticText", "description": null, "role_description": "text", "value": "Preferences (Java > Editor > Code Minings)", "position": "218.00;16982.00", "size": "221;16", "children": []}, {"name": null, "role": "AXStaticText", "description": null, "role_description": "text", "value": "", "position": "440.00;16982.00", "size": "129;16", "children": []}, {"name": null, "role": "AXStaticText", "description": null, "role_description": "text", "value": "", "position": "570.00;16982.00", "size": "129;16", "children": []}, {"name": null, "role": "AXStaticText", "description": null, "role_description": "text", "value": "Window", "position": "700.00;16982.00", "size": "129;16", "children": []}, {"name": null, "role": "AXStaticText", "description": null, "role_description": "text", "value": " ", "position": "830.00;16982.00", "size": "49;16", "children": []}]}, {"name": null, "role": "AXRow", "description": null, "role_description": "outline row", "value": null, "position": "200.00;16999.00", "size": "695;17", "children": [{"name": null, "role": "AXStaticText", "description": null, "role_description": "text", "value": "Preferences (Java > Editor > Content Assist)", "position": "218.00;16999.00", "size": "221;16", "children": []}, {"name": null, "role": "AXStaticText", "description": null, "role_description": "text", "value": "", "position": "440.00;16999.00", "size": "129;16", "children": []}, {"name": null, "role": "AXStaticText", "description": null, "role_description": "text", "value": "", "position": "570.00;16999.00", "size": "129;16", "children": []}, {"name": null, "role": "AXStaticText", "description": null, "role_description": "text", "value": "Window", "position": "700.00;16999.00", "size": "129;16", "children": []}, {"name": null, "role": "AXStaticText", "description": null, "role_description": "text", "value": " ", "position": "830.00;16999.00", "size": "49;16", "children": []}]}, {"name": null, "role": "AXRow", "description": null, "role_description": "outline row", "value": null, "position": "200.00;17016.00", "size": "695;17", "children": [{"name": null, "role": "AXStaticText", "description": null, "role_description": "text", "value": "Preferences (Java > Editor > Content Assist > Advanced)", "position": "218.00;17016.00", "size": "221;16", "children": []}, {"name": null, "role": "AXStaticText", "description": null, "role_description": "text", "value": "", "position": "440.00;17016.00", "size": "129;16", "children": []}, {"name": null, "role": "AXStaticText", "description": null, "role_description": "text", "value": "", "position": "570.00;17016.00", "size": "129;16", "children": []}, {"name": null, "role": "AXStaticText", "description": null, "role_description": "text", "value": "Window", "position": "700.00;17016.00", "size": "129;16", "children": []}, {"name": null, "role": "AXStaticText", "description": null, "role_description": "text", "value": " ", "position": "830.00;17016.00", "size": "49;16", "children": []}]}, {"name": null, "role": "AXRow", "description": null, "role_description": "outline row", "value": null, "position": "200.00;17033.00", "size": "695;17", "children": [{"name": null, "role": "AXStaticText", "description": null, "role_description": "text", "value": "Preferences (Java > Editor > Content Assist > Favorites)", "position": "218.00;17033.00", "size": "221;16", "children": []}, {"name": null, "role": "AXStaticText", "description": null, "role_description": "text", "value": "", "position": "440.00;17033.00", "size": "129;16", "children": []}, {"name": null, "role": "AXStaticText", "description": null, "role_description": "text", "value": "", "position": "570.00;17033.00", "size": "129;16", "children": []}, {"name": null, "role": "AXStaticText", "description": null, "role_description": "text", "value": "Window", "position": "700.00;17033.00", "size": "129;16", "children": []}, {"name": null, "role": "AXStaticText", "description": null, "role_description": "text", "value": " ", "position": "830.00;17033.00", "size": "49;16", "children": []}]}, {"name": null, "role": "AXRow", "description": null, "role_description": "outline row", "value": null, "position": "200.00;17050.00", "size": "695;17", "children": [{"name": null, "role": "AXStaticText", "description": null, "role_description": "text", "value": "Preferences (Java > Editor > Folding)", "position": "218.00;17050.00", "size": "221;16", "children": []}, {"name": null, "role": "AXStaticText", "description": null, "role_description": "text", "value": "", "position": "440.00;17050.00", "size": "129;16", "children": []}, {"name": null, "role": "AXStaticText", "description": null, "role_description": "text", "value": "", "position": "570.00;17050.00", "size": "129;16", "children": []}, {"name": null, "role": "AXStaticText", "description": null, "role_description": "text", "value": "Window", "position": "700.00;17050.00", "size": "129;16", "children": []}, {"name": null, "role": "AXStaticText", "description": null, "role_description": "text", "value": " ", "position": "830.00;17050.00", "size": "49;16", "children": []}]}, {"name": null, "role": "AXRow", "description": null, "role_description": "outline row", "value": null, "position": "200.00;17067.00", "size": "695;17", "children": [{"name": null, "role": "AXStaticText", "description": null, "role_description": "text", "value": "Preferences (Java > Editor > Hovers)", "position": "218.00;17067.00", "size": "221;16", "children": []}, {"name": null, "role": "AXStaticText", "description": null, "role_description": "text", "value": "", "position": "440.00;17067.00", "size": "129;16", "children": []}, {"name": null, "role": "AXStaticText", "description": null, "role_description": "text", "value": "", "position": "570.00;17067.00", "size": "129;16", "children": []}, {"name": null, "role": "AXStaticText", "description": null, "role_description": "text", "value": "Window", "position": "700.00;17067.00", "size": "129;16", "children": []}, {"name": null, "role": "AXStaticText", "description": null, "role_description": "text", "value": " ", "position": "830.00;17067.00", "size": "49;16", "children": []}]}, {"name": null, "role": "AXRow", "description": null, "role_description": "outline row", "value": null, "position": "200.00;17084.00", "size": "695;17", "children": [{"name": null, "role": "AXStaticText", "description": null, "role_description": "text", "value": "Preferences (Java > Editor > Mark Occurrences)", "position": "218.00;17084.00", "size": "221;16", "children": []}, {"name": null, "role": "AXStaticText", "description": null, "role_description": "text", "value": "", "position": "440.00;17084.00", "size": "129;16", "children": []}, {"name": null, "role": "AXStaticText", "description": null, "role_description": "text", "value": "", "position": "570.00;17084.00", "size": "129;16", "children": []}, {"name": null, "role": "AXStaticText", "description": null, "role_description": "text", "value": "Window", "position": "700.00;17084.00", "size": "129;16", "children": []}, {"name": null, "role": "AXStaticText", "description": null, "role_description": "text", "value": " ", "position": "830.00;17084.00", "size": "49;16", "children": []}]}, {"name": null, "role": "AXRow", "description": null, "role_description": "outline row", "value": null, "position": "200.00;17101.00", "size": "695;17", "children": [{"name": null, "role": "AXStaticText", "description": null, "role_description": "text", "value": "Preferences (Java > Editor > Save Actions)", "position": "218.00;17101.00", "size": "221;16", "children": []}, {"name": null, "role": "AXStaticText", "description": null, "role_description": "text", "value": "", "position": "440.00;17101.00", "size": "129;16", "children": []}, {"name": null, "role": "AXStaticText", "description": null, "role_description": "text", "value": "", "position": "570.00;17101.00", "size": "129;16", "children": []}, {"name": null, "role": "AXStaticText", "description": null, "role_description": "text", "value": "Window", "position": "700.00;17101.00", "size": "129;16", "children": []}, {"name": null, "role": "AXStaticText", "description": null, "role_description": "text", "value": " ", "position": "830.00;17101.00", "size": "49;16", "children": []}]}, {"name": null, "role": "AXRow", "description": null, "role_description": "outline row", "value": null, "position": "200.00;17118.00", "size": "695;17", "children": [{"name": null, "role": "AXStaticText", "description": null, "role_description": "text", "value": "Preferences (Java > Editor > Syntax Coloring)", "position": "218.00;17118.00", "size": "221;16", "children": []}, {"name": null, "role": "AXStaticText", "description": null, "role_description": "text", "value": "", "position": "440.00;17118.00", "size": "129;16", "children": []}, {"name": null, "role": "AXStaticText", "description": null, "role_description": "text", "value": "", "position": "570.00;17118.00", "size": "129;16", "children": []}, {"name": null, "role": "AXStaticText", "description": null, "role_description": "text", "value": "Window", "position": "700.00;17118.00", "size": "129;16", "children": []}, {"name": null, "role": "AXStaticText", "description": null, "role_description": "text", "value": " ", "position": "830.00;17118.00", "size": "49;16", "children": []}]}, {"name": null, "role": "AXRow", "description": null, "role_description": "outline row", "value": null, "position": "200.00;17135.00", "size": "695;17", "children": [{"name": null, "role": "AXStaticText", "description": null, "role_description": "text", "value": "Preferences (Java > Editor > Templates)", "position": "218.00;17135.00", "size": "221;16", "children": []}, {"name": null, "role": "AXStaticText", "description": null, "role_description": "text", "value": "", "position": "440.00;17135.00", "size": "129;16", "children": []}, {"name": null, "role": "AXStaticText", "description": null, "role_description": "text", "value": "", "position": "570.00;17135.00", "size": "129;16", "children": []}, {"name": null, "role": "AXStaticText", "description": null, "role_description": "text", "value": "Window", "position": "700.00;17135.00", "size": "129;16", "children": []}, {"name": null, "role": "AXStaticText", "description": null, "role_description": "text", "value": " ", "position": "830.00;17135.00", "size": "49;16", "children": []}]}]}, {"name": null, "role": "AXScrollBar", "description": null, "role_description": "scroll bar", "value": 0.0, "position": "879.00;169.00", "size": "16;421", "children": [{"name": null, "role": "AXValueIndicator", "description": null, "role_description": "value indicator", "value": 0.0, "position": "883.00;170.00", "size": "12;26", "children": []}, {"name": null, "role": "AXButton", "description": null, "role_description": "increment arrow button", "value": null, "position": "879.00;169.00", "size": "0;0", "children": []}, {"name": null, "role": "AXButton", "description": null, "role_description": "decrement arrow button", "value": null, "position": "879.00;169.00", "size": "0;0", "children": []}, {"name": null, "role": "AXButton", "description": null, "role_description": "increment page button", "value": null, "position": "883.00;196.00", "size": "12;394", "children": []}, {"name": null, "role": "AXButton", "description": null, "role_description": "decrement page button", "value": null, "position": "883.00;169.00", "size": "12;1", "children": []}]}]}, {"name": "type_filter_text", "role": "AXTextField", "description": null, "role_description": "search text field", "value": "", "position": "199.00;116.00", "size": "697;19", "children": []}, {"name": null, "role": "AXPopUpButton", "description": null, "role_description": "pop up button", "value": "Default", "position": "254.00;79.00", "size": "150;22", "children": []}, {"name": null, "role": "AXStaticText", "description": null, "role_description": "text", "value": "Scheme:", "position": "199.00;83.00", "size": "50;14", "children": []}]}, {"name": null, "role": "AXToolbar", "description": "", "role_description": "toolbar", "value": null, "position": "814.00;35.00", "size": "82;22", "children": [{"name": "Back_to_Link_Handlers", "role": "AXMenuButton", "description": null, "role_description": "menu button", "value": null, "position": "814.00;35.00", "size": "22;22", "children": []}, {"name": "Forward", "role": "AXMenuButton", "description": null, "role_description": "menu button", "value": null, "position": "844.00;35.00", "size": "22;22", "children": []}, {"name": "Additional_Dialog_Actions", "role": "AXButton", "description": null, "role_description": "button", "value": null, "position": "874.00;35.00", "size": "22;22", "children": []}]}, {"name": null, "role": "AXStaticText", "description": "", "role_description": "text", "value": "Keys", "position": "196.00;35.00", "size": "611;21", "children": []}, {"name": null, "role": "AXSplitter", "description": null, "role_description": "splitter", "value": 180, "position": "180.00;28.00", "size": "5;876", "children": []}, {"name": null, "role": "AXScrollArea", "description": null, "role_description": "scroll area", "value": null, "position": "7.00;59.00", "size": "166;845", "children": [{"name": null, "role": "AXOutline", "description": null, "role_description": "outline", "value": null, "position": "7.00;59.00", "size": "167;845", "children": [{"name": null, "role": "AXRow", "description": null, "role_description": "outline row", "value": null, "position": "7.00;59.00", "size": "167;15", "children": [{"name": null, "role": "AXGroup", "description": null, "role_description": "group", "value": null, "position": "7.00;59.00", "size": "167;15", "children": [{"name": null, "role": "AXDisclosureTriangle", "description": null, "role_description": "disclosure triangle", "value": 1, "position": "9.00;59.00", "size": "12;14", "children": []}, {"name": null, "role": "AXStaticText", "description": null, "role_description": "text", "value": "General", "position": "25.00;59.00", "size": "148;14", "children": []}]}]}, {"name": null, "role": "AXRow", "description": null, "role_description": "outline row", "value": null, "position": "7.00;74.00", "size": "167;15", "children": [{"name": null, "role": "AXGroup", "description": null, "role_description": "group", "value": null, "position": "7.00;74.00", "size": "167;15", "children": [{"name": null, "role": "AXDisclosureTriangle", "description": null, "role_description": "disclosure triangle", "value": 1, "position": "22.00;74.00", "size": "12;14", "children": []}, {"name": null, "role": "AXStaticText", "description": null, "role_description": "text", "value": "Appearance", "position": "38.00;74.00", "size": "135;14", "children": []}]}]}, {"name": null, "role": "AXRow", "description": null, "role_description": "outline row", "value": null, "position": "7.00;89.00", "size": "167;15", "children": [{"name": null, "role": "AXStaticText", "description": null, "role_description": "text", "value": "Colors and Fonts", "position": "51.00;89.00", "size": "122;14", "children": []}]}, {"name": null, "role": "AXRow", "description": null, "role_description": "outline row", "value": null, "position": "7.00;104.00", "size": "167;15", "children": [{"name": null, "role": "AXStaticText", "description": null, "role_description": "text", "value": "Label Decorations", "position": "51.00;104.00", "size": "122;14", "children": []}]}, {"name": null, "role": "AXRow", "description": null, "role_description": "outline row", "value": null, "position": "7.00;119.00", "size": "167;15", "children": [{"name": null, "role": "AXStaticText", "description": null, "role_description": "text", "value": "Capabilities", "position": "38.00;119.00", "size": "135;14", "children": []}]}, {"name": null, "role": "AXRow", "description": null, "role_description": "outline row", "value": null, "position": "7.00;134.00", "size": "167;15", "children": [{"name": null, "role": "AXStaticText", "description": null, "role_description": "text", "value": "Compare/Patch", "position": "38.00;134.00", "size": "135;14", "children": []}]}, {"name": null, "role": "AXRow", "description": null, "role_description": "outline row", "value": null, "position": "7.00;149.00", "size": "167;15", "children": [{"name": null, "role": "AXStaticText", "description": null, "role_description": "text", "value": "Content Types", "position": "38.00;149.00", "size": "135;14", "children": []}]}, {"name": null, "role": "AXRow", "description": null, "role_description": "outline row", "value": null, "position": "7.00;164.00", "size": "167;15", "children": [{"name": null, "role": "AXGroup", "description": null, "role_description": "group", "value": null, "position": "7.00;164.00", "size": "167;15", "children": [{"name": null, "role": "AXDisclosureTriangle", "description": null, "role_description": "disclosure triangle", "value": 1, "position": "22.00;164.00", "size": "12;14", "children": []}, {"name": null, "role": "AXStaticText", "description": null, "role_description": "text", "value": "Editors", "position": "38.00;164.00", "size": "135;14", "children": []}]}]}, {"name": null, "role": "AXRow", "description": null, "role_description": "outline row", "value": null, "position": "7.00;179.00", "size": "167;15", "children": [{"name": null, "role": "AXStaticText", "description": null, "role_description": "text", "value": "Autosave", "position": "51.00;179.00", "size": "122;14", "children": []}]}, {"name": null, "role": "AXRow", "description": null, "role_description": "outline row", "value": null, "position": "7.00;194.00", "size": "167;15", "children": [{"name": null, "role": "AXStaticText", "description": null, "role_description": "text", "value": "File Associations", "position": "51.00;194.00", "size": "122;14", "children": []}]}, {"name": null, "role": "AXRow", "description": null, "role_description": "outline row", "value": null, "position": "7.00;209.00", "size": "167;15", "children": [{"name": null, "role": "AXStaticText", "description": null, "role_description": "text", "value": "Large File Associations", "position": "51.00;209.00", "size": "122;14", "children": []}]}, {"name": null, "role": "AXRow", "description": null, "role_description": "outline row", "value": null, "position": "7.00;224.00", "size": "167;15", "children": [{"name": null, "role": "AXGroup", "description": null, "role_description": "group", "value": null, "position": "7.00;224.00", "size": "167;15", "children": [{"name": null, "role": "AXDisclosureTriangle", "description": null, "role_description": "disclosure triangle", "value": 1, "position": "35.00;224.00", "size": "12;14", "children": []}, {"name": null, "role": "AXStaticText", "description": null, "role_description": "text", "value": "Text Editors", "position": "51.00;224.00", "size": "122;14", "children": []}]}]}, {"name": null, "role": "AXRow", "description": null, "role_description": "outline row", "value": null, "position": "7.00;239.00", "size": "167;15", "children": [{"name": null, "role": "AXStaticText", "description": null, "role_description": "text", "value": "Accessibility", "position": "64.00;239.00", "size": "109;14", "children": []}]}, {"name": null, "role": "AXRow", "description": null, "role_description": "outline row", "value": null, "position": "7.00;254.00", "size": "167;15", "children": [{"name": null, "role": "AXStaticText", "description": null, "role_description": "text", "value": "Annotations", "position": "64.00;254.00", "size": "109;14", "children": []}]}, {"name": null, "role": "AXRow", "description": null, "role_description": "outline row", "value": null, "position": "7.00;269.00", "size": "167;15", "children": [{"name": null, "role": "AXStaticText", "description": null, "role_description": "text", "value": "Generic Text Editors", "position": "64.00;269.00", "size": "109;14", "children": []}]}, {"name": null, "role": "AXRow", "description": null, "role_description": "outline row", "value": null, "position": "7.00;284.00", "size": "167;15", "children": [{"name": null, "role": "AXStaticText", "description": null, "role_description": "text", "value": "Hyperlinking", "position": "64.00;284.00", "size": "109;14", "children": []}]}, {"name": null, "role": "AXRow", "description": null, "role_description": "outline row", "value": null, "position": "7.00;299.00", "size": "167;15", "children": [{"name": null, "role": "AXStaticText", "description": null, "role_description": "text", "value": "Linked Mode", "position": "64.00;299.00", "size": "109;14", "children": []}]}, {"name": null, "role": "AXRow", "description": null, "role_description": "outline row", "value": null, "position": "7.00;314.00", "size": "167;15", "children": [{"name": null, "role": "AXStaticText", "description": null, "role_description": "text", "value": "Quick Diff", "position": "64.00;314.00", "size": "109;14", "children": []}]}, {"name": null, "role": "AXRow", "description": null, "role_description": "outline row", "value": null, "position": "7.00;329.00", "size": "167;15", "children": [{"name": null, "role": "AXStaticText", "description": null, "role_description": "text", "value": "Spelling", "position": "64.00;329.00", "size": "109;14", "children": []}]}, {"name": null, "role": "AXRow", "description": null, "role_description": "outline row", "value": null, "position": "7.00;344.00", "size": "167;15", "children": [{"name": null, "role": "AXStaticText", "description": null, "role_description": "text", "value": "Globalization", "position": "38.00;344.00", "size": "135;14", "children": []}]}, {"name": null, "role": "AXRow", "description": null, "role_description": "outline row", "value": null, "position": "7.00;359.00", "size": "167;15", "children": [{"name": null, "role": "AXStaticText", "description": null, "role_description": "text", "value": "Keys", "position": "38.00;359.00", "size": "135;14", "children": []}]}, {"name": null, "role": "AXRow", "description": null, "role_description": "outline row", "value": null, "position": "7.00;374.00", "size": "167;15", "children": [{"name": null, "role": "AXStaticText", "description": null, "role_description": "text", "value": "Link Handlers", "position": "38.00;374.00", "size": "135;14", "children": []}]}, {"name": null, "role": "AXRow", "description": null, "role_description": "outline row", "value": null, "position": "7.00;389.00", "size": "167;15", "children": [{"name": null, "role": "AXGroup", "description": null, "role_description": "group", "value": null, "position": "7.00;389.00", "size": "167;15", "children": [{"name": null, "role": "AXDisclosureTriangle", "description": null, "role_description": "disclosure triangle", "value": 0, "position": "22.00;389.00", "size": "12;14", "children": []}, {"name": null, "role": "AXStaticText", "description": null, "role_description": "text", "value": "Network Connections", "position": "38.00;389.00", "size": "135;14", "children": []}]}]}, {"name": null, "role": "AXRow", "description": null, "role_description": "outline row", "value": null, "position": "7.00;404.00", "size": "167;15", "children": [{"name": null, "role": "AXStaticText", "description": null, "role_description": "text", "value": "Notifications", "position": "38.00;404.00", "size": "135;14", "children": []}]}, {"name": null, "role": "AXRow", "description": null, "role_description": "outline row", "value": null, "position": "7.00;419.00", "size": "167;15", "children": [{"name": null, "role": "AXStaticText", "description": null, "role_description": "text", "value": "Perspectives", "position": "38.00;419.00", "size": "135;14", "children": []}]}, {"name": null, "role": "AXRow", "description": null, "role_description": "outline row", "value": null, "position": "7.00;434.00", "size": "167;15", "children": [{"name": null, "role": "AXStaticText", "description": null, "role_description": "text", "value": "Project Natures", "position": "38.00;434.00", "size": "135;14", "children": []}]}, {"name": null, "role": "AXRow", "description": null, "role_description": "outline row", "value": null, "position": "7.00;449.00", "size": "167;15", "children": [{"name": null, "role": "AXStaticText", "description": null, "role_description": "text", "value": "Quick Search", "position": "38.00;449.00", "size": "135;14", "children": []}]}, {"name": null, "role": "AXRow", "description": null, "role_description": "outline row", "value": null, "position": "7.00;464.00", "size": "167;15", "children": [{"name": null, "role": "AXStaticText", "description": null, "role_description": "text", "value": "Search", "position": "38.00;464.00", "size": "135;14", "children": []}]}, {"name": null, "role": "AXRow", "description": null, "role_description": "outline row", "value": null, "position": "7.00;479.00", "size": "167;15", "children": [{"name": null, "role": "AXGroup", "description": null, "role_description": "group", "value": null, "position": "7.00;479.00", "size": "167;15", "children": [{"name": null, "role": "AXDisclosureTriangle", "description": null, "role_description": "disclosure triangle", "value": 0, "position": "22.00;479.00", "size": "12;14", "children": []}, {"name": null, "role": "AXStaticText", "description": null, "role_description": "text", "value": "Security", "position": "38.00;479.00", "size": "135;14", "children": []}]}]}, {"name": null, "role": "AXRow", "description": null, "role_description": "outline row", "value": null, "position": "7.00;494.00", "size": "167;15", "children": [{"name": null, "role": "AXGroup", "description": null, "role_description": "group", "value": null, "position": "7.00;494.00", "size": "167;15", "children": [{"name": null, "role": "AXDisclosureTriangle", "description": null, "role_description": "disclosure triangle", "value": 0, "position": "22.00;494.00", "size": "12;14", "children": []}, {"name": null, "role": "AXStaticText", "description": null, "role_description": "text", "value": "Startup and Shutdown", "position": "38.00;494.00", "size": "135;14", "children": []}]}]}, {"name": null, "role": "AXRow", "description": null, "role_description": "outline row", "value": null, "position": "7.00;509.00", "size": "167;15", "children": [{"name": null, "role": "AXStaticText", "description": null, "role_description": "text", "value": "Tracing", "position": "38.00;509.00", "size": "135;14", "children": []}]}, {"name": null, "role": "AXRow", "description": null, "role_description": "outline row", "value": null, "position": "7.00;524.00", "size": "167;15", "children": [{"name": null, "role": "AXStaticText", "description": null, "role_description": "text", "value": "UI Freeze Monitoring", "position": "38.00;524.00", "size": "135;14", "children": []}]}, {"name": null, "role": "AXRow", "description": null, "role_description": "outline row", "value": null, "position": "7.00;539.00", "size": "167;15", "children": [{"name": null, "role": "AXGroup", "description": null, "role_description": "group", "value": null, "position": "7.00;539.00", "size": "167;15", "children": [{"name": null, "role": "AXDisclosureTriangle", "description": null, "role_description": "disclosure triangle", "value": 0, "position": "22.00;539.00", "size": "12;14", "children": []}, {"name": null, "role": "AXStaticText", "description": null, "role_description": "text", "value": "User Storage Service", "position": "38.00;539.00", "size": "135;14", "children": []}]}]}, {"name": null, "role": "AXRow", "description": null, "role_description": "outline row", "value": null, "position": "7.00;554.00", "size": "167;15", "children": [{"name": null, "role": "AXStaticText", "description": null, "role_description": "text", "value": "Web Browser", "position": "38.00;554.00", "size": "135;14", "children": []}]}, {"name": null, "role": "AXRow", "description": null, "role_description": "outline row", "value": null, "position": "7.00;569.00", "size": "167;15", "children": [{"name": null, "role": "AXGroup", "description": null, "role_description": "group", "value": null, "position": "7.00;569.00", "size": "167;15", "children": [{"name": null, "role": "AXDisclosureTriangle", "description": null, "role_description": "disclosure triangle", "value": 0, "position": "22.00;569.00", "size": "12;14", "children": []}, {"name": null, "role": "AXStaticText", "description": null, "role_description": "text", "value": "Workspace", "position": "38.00;569.00", "size": "135;14", "children": []}]}]}, {"name": null, "role": "AXRow", "description": null, "role_description": "outline row", "value": null, "position": "7.00;584.00", "size": "167;15", "children": [{"name": null, "role": "AXGroup", "description": null, "role_description": "group", "value": null, "position": "7.00;584.00", "size": "167;15", "children": [{"name": null, "role": "AXDisclosureTriangle", "description": null, "role_description": "disclosure triangle", "value": 0, "position": "9.00;584.00", "size": "12;14", "children": []}, {"name": null, "role": "AXStaticText", "description": null, "role_description": "text", "value": "Alf", "position": "25.00;584.00", "size": "148;14", "children": []}]}]}, {"name": null, "role": "AXRow", "description": null, "role_description": "outline row", "value": null, "position": "7.00;599.00", "size": "167;15", "children": [{"name": null, "role": "AXGroup", "description": null, "role_description": "group", "value": null, "position": "7.00;599.00", "size": "167;15", "children": [{"name": null, "role": "AXDisclosureTriangle", "description": null, "role_description": "disclosure triangle", "value": 0, "position": "9.00;599.00", "size": "12;14", "children": []}, {"name": null, "role": "AXStaticText", "description": null, "role_description": "text", "value": "Ant", "position": "25.00;599.00", "size": "148;14", "children": []}]}]}, {"name": null, "role": "AXRow", "description": null, "role_description": "outline row", "value": null, "position": "7.00;614.00", "size": "167;15", "children": [{"name": null, "role": "AXGroup", "description": null, "role_description": "group", "value": null, "position": "7.00;614.00", "size": "167;15", "children": [{"name": null, "role": "AXDisclosureTriangle", "description": null, "role_description": "disclosure triangle", "value": 0, "position": "9.00;614.00", "size": "12;14", "children": []}, {"name": null, "role": "AXStaticText", "description": null, "role_description": "text", "value": "Context", "position": "25.00;614.00", "size": "148;14", "children": []}]}]}, {"name": null, "role": "AXRow", "description": null, "role_description": "outline row", "value": null, "position": "7.00;629.00", "size": "167;15", "children": [{"name": null, "role": "AXGroup", "description": null, "role_description": "group", "value": null, "position": "7.00;629.00", "size": "167;15", "children": [{"name": null, "role": "AXDisclosureTriangle", "description": null, "role_description": "disclosure triangle", "value": 0, "position": "9.00;629.00", "size": "12;14", "children": []}, {"name": null, "role": "AXStaticText", "description": null, "role_description": "text", "value": "CSS", "position": "25.00;629.00", "size": "148;14", "children": []}]}]}, {"name": null, "role": "AXRow", "description": null, "role_description": "outline row", "value": null, "position": "7.00;644.00", "size": "167;15", "children": [{"name": null, "role": "AXGroup", "description": null, "role_description": "group", "value": null, "position": "7.00;644.00", "size": "167;15", "children": [{"name": null, "role": "AXDisclosureTriangle", "description": null, "role_description": "disclosure triangle", "value": 0, "position": "9.00;644.00", "size": "12;14", "children": []}, {"name": null, "role": "AXStaticText", "description": null, "role_description": "text", "value": "EMF Compare", "position": "25.00;644.00", "size": "148;14", "children": []}]}]}, {"name": null, "role": "AXRow", "description": null, "role_description": "outline row", "value": null, "position": "7.00;659.00", "size": "167;15", "children": [{"name": null, "role": "AXGroup", "description": null, "role_description": "group", "value": null, "position": "7.00;659.00", "size": "167;15", "children": [{"name": null, "role": "AXDisclosureTriangle", "description": null, "role_description": "disclosure triangle", "value": 0, "position": "9.00;659.00", "size": "12;14", "children": []}, {"name": null, "role": "AXStaticText", "description": null, "role_description": "text", "value": "Help", "position": "25.00;659.00", "size": "148;14", "children": []}]}]}, {"name": null, "role": "AXRow", "description": null, "role_description": "outline row", "value": null, "position": "7.00;674.00", "size": "167;15", "children": [{"name": null, "role": "AXGroup", "description": null, "role_description": "group", "value": null, "position": "7.00;674.00", "size": "167;15", "children": [{"name": null, "role": "AXDisclosureTriangle", "description": null, "role_description": "disclosure triangle", "value": 0, "position": "9.00;674.00", "size": "12;14", "children": []}, {"name": null, "role": "AXStaticText", "description": null, "role_description": "text", "value": "Install/Update", "position": "25.00;674.00", "size": "148;14", "children": []}]}]}, {"name": null, "role": "AXRow", "description": null, "role_description": "outline row", "value": null, "position": "7.00;689.00", "size": "167;15", "children": [{"name": null, "role": "AXGroup", "description": null, "role_description": "group", "value": null, "position": "7.00;689.00", "size": "167;15", "children": [{"name": null, "role": "AXDisclosureTriangle", "description": null, "role_description": "disclosure triangle", "value": 0, "position": "9.00;689.00", "size": "12;14", "children": []}, {"name": null, "role": "AXStaticText", "description": null, "role_description": "text", "value": "Java", "position": "25.00;689.00", "size": "148;14", "children": []}]}]}, {"name": null, "role": "AXRow", "description": null, "role_description": "outline row", "value": null, "position": "7.00;704.00", "size": "167;15", "children": [{"name": null, "role": "AXGroup", "description": null, "role_description": "group", "value": null, "position": "7.00;704.00", "size": "167;15", "children": [{"name": null, "role": "AXDisclosureTriangle", "description": null, "role_description": "disclosure triangle", "value": 0, "position": "9.00;704.00", "size": "12;14", "children": []}, {"name": null, "role": "AXStaticText", "description": null, "role_description": "text", "value": "Logic Diagrams", "position": "25.00;704.00", "size": "148;14", "children": []}]}]}, {"name": null, "role": "AXRow", "description": null, "role_description": "outline row", "value": null, "position": "7.00;719.00", "size": "167;15", "children": [{"name": null, "role": "AXStaticText", "description": null, "role_description": "text", "value": "Model Editor", "position": "25.00;719.00", "size": "148;14", "children": []}]}, {"name": null, "role": "AXRow", "description": null, "role_description": "outline row", "value": null, "position": "7.00;734.00", "size": "167;15", "children": [{"name": null, "role": "AXGroup", "description": null, "role_description": "group", "value": null, "position": "7.00;734.00", "size": "167;15", "children": [{"name": null, "role": "AXDisclosureTriangle", "description": null, "role_description": "disclosure triangle", "value": 0, "position": "9.00;734.00", "size": "12;14", "children": []}, {"name": null, "role": "AXStaticText", "description": null, "role_description": "text", "value": "Model Validation", "position": "25.00;734.00", "size": "148;14", "children": []}]}]}, {"name": null, "role": "AXRow", "description": null, "role_description": "outline row", "value": null, "position": "7.00;749.00", "size": "167;15", "children": [{"name": null, "role": "AXGroup", "description": null, "role_description": "group", "value": null, "position": "7.00;749.00", "size": "167;15", "children": [{"name": null, "role": "AXDisclosureTriangle", "description": null, "role_description": "disclosure triangle", "value": 0, "position": "9.00;749.00", "size": "12;14", "children": []}, {"name": null, "role": "AXStaticText", "description": null, "role_description": "text", "value": "OCL", "position": "25.00;749.00", "size": "148;14", "children": []}]}]}, {"name": null, "role": "AXRow", "description": null, "role_description": "outline row", "value": null, "position": "7.00;764.00", "size": "167;15", "children": [{"name": null, "role": "AXGroup", "description": null, "role_description": "group", "value": null, "position": "7.00;764.00", "size": "167;15", "children": [{"name": null, "role": "AXDisclosureTriangle", "description": null, "role_description": "disclosure triangle", "value": 0, "position": "9.00;764.00", "size": "12;14", "children": []}, {"name": null, "role": "AXStaticText", "description": null, "role_description": "text", "value": "Papyrus", "position": "25.00;764.00", "size": "148;14", "children": []}]}]}, {"name": null, "role": "AXRow", "description": null, "role_description": "outline row", "value": null, "position": "7.00;779.00", "size": "167;15", "children": [{"name": null, "role": "AXGroup", "description": null, "role_description": "group", "value": null, "position": "7.00;779.00", "size": "167;15", "children": [{"name": null, "role": "AXDisclosureTriangle", "description": null, "role_description": "disclosure triangle", "value": 0, "position": "9.00;779.00", "size": "12;14", "children": []}, {"name": null, "role": "AXStaticText", "description": null, "role_description": "text", "value": "Plug-in Development", "position": "25.00;779.00", "size": "148;14", "children": []}]}]}, {"name": null, "role": "AXRow", "description": null, "role_description": "outline row", "value": null, "position": "7.00;794.00", "size": "167;15", "children": [{"name": null, "role": "AXGroup", "description": null, "role_description": "group", "value": null, "position": "7.00;794.00", "size": "167;15", "children": [{"name": null, "role": "AXDisclosureTriangle", "description": null, "role_description": "disclosure triangle", "value": 0, "position": "9.00;794.00", "size": "12;14", "children": []}, {"name": null, "role": "AXStaticText", "description": null, "role_description": "text", "value": "Run/Debug", "position": "25.00;794.00", "size": "148;14", "children": []}]}]}, {"name": null, "role": "AXRow", "description": null, "role_description": "outline row", "value": null, "position": "7.00;809.00", "size": "167;15", "children": [{"name": null, "role": "AXGroup", "description": null, "role_description": "group", "value": null, "position": "7.00;809.00", "size": "167;15", "children": [{"name": null, "role": "AXDisclosureTriangle", "description": null, "role_description": "disclosure triangle", "value": 0, "position": "9.00;809.00", "size": "12;14", "children": []}, {"name": null, "role": "AXStaticText", "description": null, "role_description": "text", "value": "Version Control (Team)", "position": "25.00;809.00", "size": "148;14", "children": []}]}]}, {"name": null, "role": "AXColumn", "description": null, "role_description": "column", "value": null, "position": "7.00;59.00", "size": "167;845", "children": []}]}, {"name": null, "role": "AXScrollBar", "description": null, "role_description": "scroll bar", "value": 0.0, "position": "7.00;888.00", "size": "166;16", "children": [{"name": null, "role": "AXValueIndicator", "description": null, "role_description": "value indicator", "value": 0.0, "position": "8.00;892.00", "size": "163;12", "children": []}, {"name": null, "role": "AXButton", "description": null, "role_description": "increment arrow button", "value": null, "position": "7.00;888.00", "size": "0;0", "children": []}, {"name": null, "role": "AXButton", "description": null, "role_description": "decrement arrow button", "value": null, "position": "7.00;888.00", "size": "0;0", "children": []}, {"name": null, "role": "AXButton", "description": null, "role_description": "increment page button", "value": null, "position": "171.50;892.00", "size": "2;12", "children": []}, {"name": null, "role": "AXButton", "description": null, "role_description": "decrement page button", "value": null, "position": "7.00;892.00", "size": "1;12", "children": []}]}]}, {"name": "type_filter_text", "role": "AXTextField", "description": null, "role_description": "search text field", "value": "", "position": "7.00;35.00", "size": "166;19", "children": []}, {"name": null, "role": "AXButton", "description": null, "role_description": "close button", "value": null, "position": "7.00;6.00", "size": "14;16", "children": []}, {"name": null, "role": "AXButton", "description": null, "role_description": "zoom button", "value": null, "position": "47.00;6.00", "size": "14;16", "children": [{"name": null, "role": "AXGroup", "description": null, "role_description": "group", "value": null, "position": "47.00;6.00", "size": "14;16", "children": [{"name": null, "role": "AXGroup", "description": null, "role_description": "group", "value": null, "position": "47.00;6.00", "size": "14;16", "children": []}]}]}, {"name": null, "role": "AXButton", "description": null, "role_description": "minimize button", "value": null, "position": "27.00;6.00", "size": "14;16", "children": []}, {"name": null, "role": "AXStaticText", "description": null, "role_description": "text", "value": "Preferences", "position": "409.00;5.00", "size": "83;16", "children": []}]}